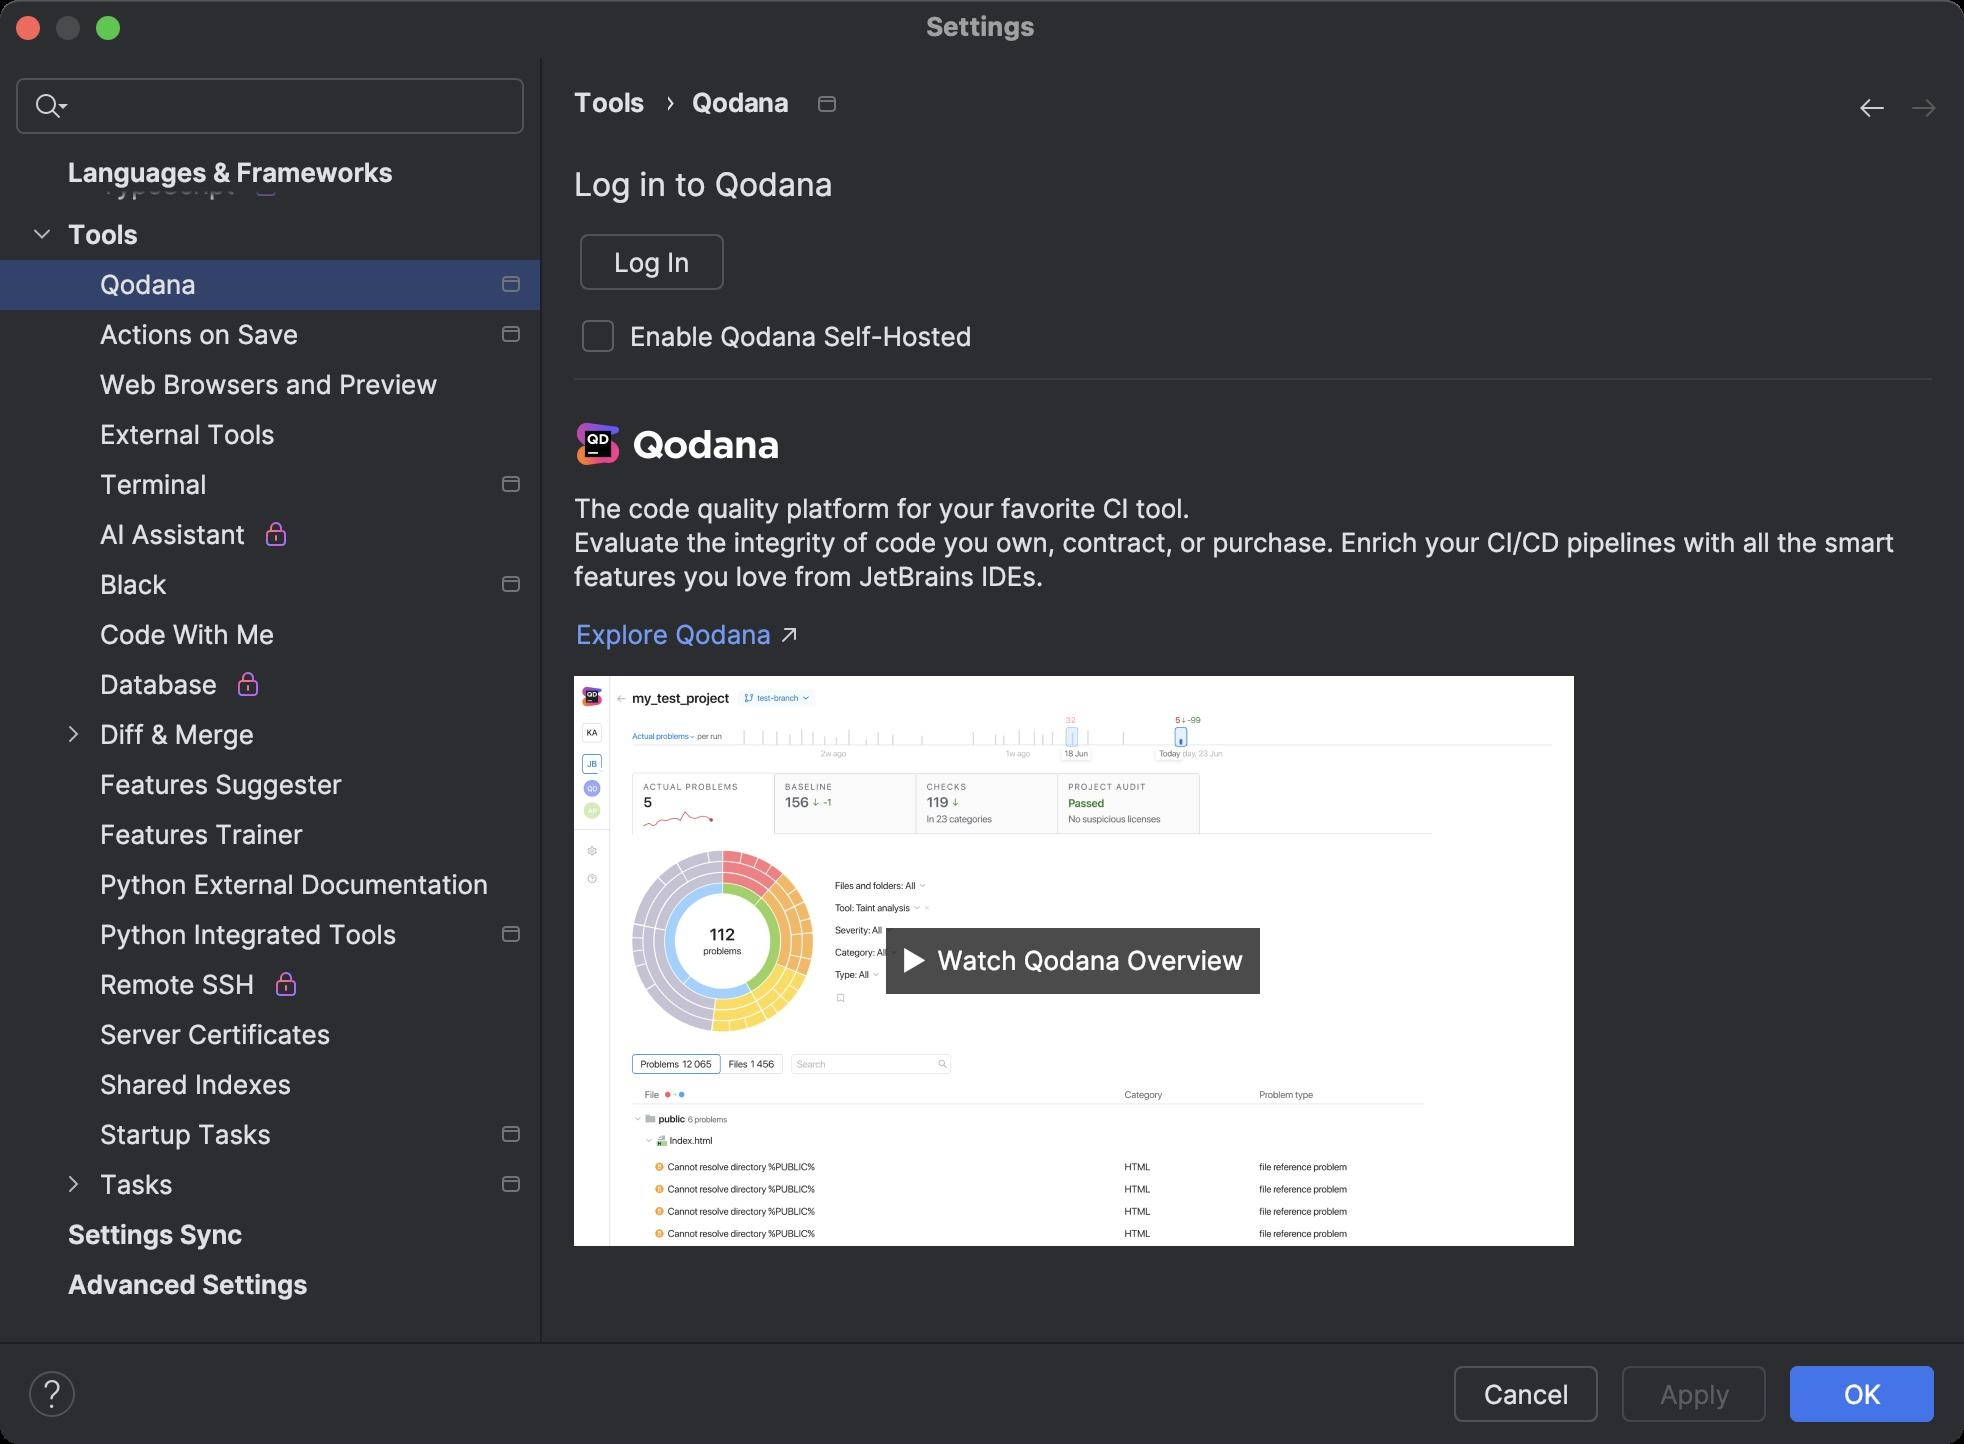
Accessibility tree:
{"name": "Settings", "role": "AXWindow", "description": null, "role_description": "standard window", "value": null, "position": "391.00;244.00", "size": "982;722", "children": [{"name": null, "role": "AXTextField", "description": "⌘F", "role_description": "text field", "value": "", "position": "5.00;36.00", "size": "260;34", "children": []}, {"name": null, "role": "AXScrollArea", "description": null, "role_description": "scroll area", "value": 0, "position": "0.00;76.00", "size": "270;595", "children": [{"name": null, "role": "AXScrollBar", "description": null, "role_description": "scroll bar", "value": 2571, "position": "256.00;76.00", "size": "14;595", "children": []}, {"name": null, "role": "AXScrollBar", "description": null, "role_description": "scroll bar", "value": 0, "position": "-391.00;-244.00", "size": "0;0", "children": []}, {"name": null, "role": "AXOutline", "description": "Settings categories", "role_description": "outline", "value": 0, "position": "0.00;-2495.00", "size": "270;3174", "children": [{"name": null, "role": "AXRow", "description": "Appearance & Behavior", "role_description": "row", "value": 0, "position": "3.00;-2495.00", "size": "267;25", "children": [{"name": null, "role": "AXStaticText", "description": "Appearance & Behavior", "role_description": "text", "value": "Appearance & Behavior", "position": "-391.00;-244.00", "size": "227;21", "children": []}, {"name": null, "role": "AXImage", "description": "", "role_description": "image", "value": null, "position": "-391.00;-244.00", "size": "16;21", "children": []}, {"name": null, "role": "AXImage", "description": "", "role_description": "image", "value": null, "position": "-391.00;-244.00", "size": "9;21", "children": []}]}, {"name": null, "role": "AXRow", "description": "Keymap", "role_description": "row", "value": 0, "position": "3.00;-2470.00", "size": "267;25", "children": [{"name": null, "role": "AXStaticText", "description": "Keymap", "role_description": "text", "value": "Keymap", "position": "-391.00;-244.00", "size": "227;21", "children": []}, {"name": null, "role": "AXImage", "description": "", "role_description": "image", "value": null, "position": "-391.00;-244.00", "size": "16;21", "children": []}, {"name": null, "role": "AXImage", "description": "", "role_description": "image", "value": null, "position": "-391.00;-244.00", "size": "9;21", "children": []}]}, {"name": null, "role": "AXRow", "description": "Editor", "role_description": "row", "value": 0, "position": "3.00;-2445.00", "size": "267;25", "children": [{"name": null, "role": "AXStaticText", "description": "Editor", "role_description": "text", "value": "Editor", "position": "-391.00;-244.00", "size": "227;21", "children": []}, {"name": null, "role": "AXImage", "description": "", "role_description": "image", "value": null, "position": "-391.00;-244.00", "size": "16;21", "children": []}, {"name": null, "role": "AXImage", "description": "", "role_description": "image", "value": null, "position": "-391.00;-244.00", "size": "9;21", "children": []}]}, {"name": null, "role": "AXRow", "description": "General", "role_description": "row", "value": 0, "position": "19.00;-2420.00", "size": "251;25", "children": [{"name": null, "role": "AXStaticText", "description": "General", "role_description": "text", "value": "General", "position": "-391.00;-244.00", "size": "227;21", "children": []}, {"name": null, "role": "AXImage", "description": "", "role_description": "image", "value": null, "position": "-391.00;-244.00", "size": "16;21", "children": []}, {"name": null, "role": "AXImage", "description": "", "role_description": "image", "value": null, "position": "-391.00;-244.00", "size": "9;21", "children": []}]}, {"name": null, "role": "AXRow", "description": "Code Editing", "role_description": "row", "value": 0, "position": "19.00;-2395.00", "size": "251;25", "children": [{"name": null, "role": "AXStaticText", "description": "Code Editing", "role_description": "text", "value": "Code Editing", "position": "-391.00;-244.00", "size": "227;21", "children": []}, {"name": null, "role": "AXImage", "description": "", "role_description": "image", "value": null, "position": "-391.00;-244.00", "size": "16;21", "children": []}, {"name": null, "role": "AXImage", "description": "", "role_description": "image", "value": null, "position": "-391.00;-244.00", "size": "9;21", "children": []}]}, {"name": null, "role": "AXRow", "description": "Font", "role_description": "row", "value": 0, "position": "19.00;-2370.00", "size": "251;25", "children": [{"name": null, "role": "AXStaticText", "description": "Font", "role_description": "text", "value": "Font", "position": "-391.00;-244.00", "size": "227;21", "children": []}, {"name": null, "role": "AXImage", "description": "", "role_description": "image", "value": null, "position": "-391.00;-244.00", "size": "16;21", "children": []}, {"name": null, "role": "AXImage", "description": "", "role_description": "image", "value": null, "position": "-391.00;-244.00", "size": "9;21", "children": []}]}, {"name": null, "role": "AXRow", "description": "Color Scheme", "role_description": "row", "value": 0, "position": "19.00;-2345.00", "size": "251;25", "children": [{"name": null, "role": "AXStaticText", "description": "Color Scheme", "role_description": "text", "value": "Color Scheme", "position": "-391.00;-244.00", "size": "227;21", "children": []}, {"name": null, "role": "AXImage", "description": "", "role_description": "image", "value": null, "position": "-391.00;-244.00", "size": "16;21", "children": []}, {"name": null, "role": "AXImage", "description": "", "role_description": "image", "value": null, "position": "-391.00;-244.00", "size": "9;21", "children": []}]}, {"name": null, "role": "AXRow", "description": "General", "role_description": "row", "value": 0, "position": "35.00;-2320.00", "size": "235;25", "children": [{"name": null, "role": "AXStaticText", "description": "General", "role_description": "text", "value": "General", "position": "-391.00;-244.00", "size": "227;21", "children": []}, {"name": null, "role": "AXImage", "description": "", "role_description": "image", "value": null, "position": "-391.00;-244.00", "size": "16;21", "children": []}, {"name": null, "role": "AXImage", "description": "", "role_description": "image", "value": null, "position": "-391.00;-244.00", "size": "9;21", "children": []}]}, {"name": null, "role": "AXRow", "description": "Language Defaults", "role_description": "row", "value": 0, "position": "35.00;-2295.00", "size": "235;25", "children": [{"name": null, "role": "AXStaticText", "description": "Language Defaults", "role_description": "text", "value": "Language Defaults", "position": "-391.00;-244.00", "size": "227;21", "children": []}, {"name": null, "role": "AXImage", "description": "", "role_description": "image", "value": null, "position": "-391.00;-244.00", "size": "16;21", "children": []}, {"name": null, "role": "AXImage", "description": "", "role_description": "image", "value": null, "position": "-391.00;-244.00", "size": "9;21", "children": []}]}, {"name": null, "role": "AXRow", "description": "Color Scheme Font", "role_description": "row", "value": 0, "position": "35.00;-2270.00", "size": "235;25", "children": [{"name": null, "role": "AXStaticText", "description": "Color Scheme Font", "role_description": "text", "value": "Color Scheme Font", "position": "-391.00;-244.00", "size": "227;21", "children": []}, {"name": null, "role": "AXImage", "description": "", "role_description": "image", "value": null, "position": "-391.00;-244.00", "size": "16;21", "children": []}, {"name": null, "role": "AXImage", "description": "", "role_description": "image", "value": null, "position": "-391.00;-244.00", "size": "9;21", "children": []}]}, {"name": null, "role": "AXRow", "description": "Console Font", "role_description": "row", "value": 0, "position": "35.00;-2245.00", "size": "235;25", "children": [{"name": null, "role": "AXStaticText", "description": "Console Font", "role_description": "text", "value": "Console Font", "position": "-391.00;-244.00", "size": "227;21", "children": []}, {"name": null, "role": "AXImage", "description": "", "role_description": "image", "value": null, "position": "-391.00;-244.00", "size": "16;21", "children": []}, {"name": null, "role": "AXImage", "description": "", "role_description": "image", "value": null, "position": "-391.00;-244.00", "size": "9;21", "children": []}]}, {"name": null, "role": "AXRow", "description": "Code With Me", "role_description": "row", "value": 0, "position": "35.00;-2220.00", "size": "235;25", "children": [{"name": null, "role": "AXStaticText", "description": "Code With Me", "role_description": "text", "value": "Code With Me", "position": "-391.00;-244.00", "size": "227;21", "children": []}, {"name": null, "role": "AXImage", "description": "", "role_description": "image", "value": null, "position": "-391.00;-244.00", "size": "16;21", "children": []}, {"name": null, "role": "AXImage", "description": "", "role_description": "image", "value": null, "position": "-391.00;-244.00", "size": "9;21", "children": []}]}, {"name": null, "role": "AXRow", "description": "Console Colors", "role_description": "row", "value": 0, "position": "35.00;-2195.00", "size": "235;25", "children": [{"name": null, "role": "AXStaticText", "description": "Console Colors", "role_description": "text", "value": "Console Colors", "position": "-391.00;-244.00", "size": "227;21", "children": []}, {"name": null, "role": "AXImage", "description": "", "role_description": "image", "value": null, "position": "-391.00;-244.00", "size": "16;21", "children": []}, {"name": null, "role": "AXImage", "description": "", "role_description": "image", "value": null, "position": "-391.00;-244.00", "size": "9;21", "children": []}]}, {"name": null, "role": "AXRow", "description": "Debugger", "role_description": "row", "value": 0, "position": "35.00;-2170.00", "size": "235;25", "children": [{"name": null, "role": "AXStaticText", "description": "Debugger", "role_description": "text", "value": "Debugger", "position": "-391.00;-244.00", "size": "227;21", "children": []}, {"name": null, "role": "AXImage", "description": "", "role_description": "image", "value": null, "position": "-391.00;-244.00", "size": "16;21", "children": []}, {"name": null, "role": "AXImage", "description": "", "role_description": "image", "value": null, "position": "-391.00;-244.00", "size": "9;21", "children": []}]}, {"name": null, "role": "AXRow", "description": "Diff & Merge", "role_description": "row", "value": 0, "position": "35.00;-2145.00", "size": "235;25", "children": [{"name": null, "role": "AXStaticText", "description": "Diff & Merge", "role_description": "text", "value": "Diff & Merge", "position": "-391.00;-244.00", "size": "227;21", "children": []}, {"name": null, "role": "AXImage", "description": "", "role_description": "image", "value": null, "position": "-391.00;-244.00", "size": "16;21", "children": []}, {"name": null, "role": "AXImage", "description": "", "role_description": "image", "value": null, "position": "-391.00;-244.00", "size": "9;21", "children": []}]}, {"name": null, "role": "AXRow", "description": "User-Defined File Types", "role_description": "row", "value": 0, "position": "35.00;-2120.00", "size": "235;25", "children": [{"name": null, "role": "AXStaticText", "description": "User-Defined File Types", "role_description": "text", "value": "User-Defined File Types", "position": "-391.00;-244.00", "size": "227;21", "children": []}, {"name": null, "role": "AXImage", "description": "", "role_description": "image", "value": null, "position": "-391.00;-244.00", "size": "16;21", "children": []}, {"name": null, "role": "AXImage", "description": "", "role_description": "image", "value": null, "position": "-391.00;-244.00", "size": "9;21", "children": []}]}, {"name": null, "role": "AXRow", "description": "VCS", "role_description": "row", "value": 0, "position": "35.00;-2095.00", "size": "235;25", "children": [{"name": null, "role": "AXStaticText", "description": "VCS", "role_description": "text", "value": "VCS", "position": "-391.00;-244.00", "size": "227;21", "children": []}, {"name": null, "role": "AXImage", "description": "", "role_description": "image", "value": null, "position": "-391.00;-244.00", "size": "16;21", "children": []}, {"name": null, "role": "AXImage", "description": "", "role_description": "image", "value": null, "position": "-391.00;-244.00", "size": "9;21", "children": []}]}, {"name": null, "role": "AXRow", "description": "Python", "role_description": "row", "value": 0, "position": "35.00;-2070.00", "size": "235;25", "children": [{"name": null, "role": "AXStaticText", "description": "Python", "role_description": "text", "value": "Python", "position": "-391.00;-244.00", "size": "227;21", "children": []}, {"name": null, "role": "AXImage", "description": "", "role_description": "image", "value": null, "position": "-391.00;-244.00", "size": "16;21", "children": []}, {"name": null, "role": "AXImage", "description": "", "role_description": "image", "value": null, "position": "-391.00;-244.00", "size": "9;21", "children": []}]}, {"name": null, "role": "AXRow", "description": "EditorConfig", "role_description": "row", "value": 0, "position": "35.00;-2045.00", "size": "235;25", "children": [{"name": null, "role": "AXStaticText", "description": "EditorConfig", "role_description": "text", "value": "EditorConfig", "position": "-391.00;-244.00", "size": "227;21", "children": []}, {"name": null, "role": "AXImage", "description": "", "role_description": "image", "value": null, "position": "-391.00;-244.00", "size": "16;21", "children": []}, {"name": null, "role": "AXImage", "description": "", "role_description": "image", "value": null, "position": "-391.00;-244.00", "size": "9;21", "children": []}]}, {"name": null, "role": "AXRow", "description": "HTML", "role_description": "row", "value": 0, "position": "35.00;-2020.00", "size": "235;25", "children": [{"name": null, "role": "AXStaticText", "description": "HTML", "role_description": "text", "value": "HTML", "position": "-391.00;-244.00", "size": "227;21", "children": []}, {"name": null, "role": "AXImage", "description": "", "role_description": "image", "value": null, "position": "-391.00;-244.00", "size": "16;21", "children": []}, {"name": null, "role": "AXImage", "description": "", "role_description": "image", "value": null, "position": "-391.00;-244.00", "size": "9;21", "children": []}]}, {"name": null, "role": "AXRow", "description": "JSON", "role_description": "row", "value": 0, "position": "35.00;-1995.00", "size": "235;25", "children": [{"name": null, "role": "AXStaticText", "description": "JSON", "role_description": "text", "value": "JSON", "position": "-391.00;-244.00", "size": "227;21", "children": []}, {"name": null, "role": "AXImage", "description": "", "role_description": "image", "value": null, "position": "-391.00;-244.00", "size": "16;21", "children": []}, {"name": null, "role": "AXImage", "description": "", "role_description": "image", "value": null, "position": "-391.00;-244.00", "size": "9;21", "children": []}]}, {"name": null, "role": "AXRow", "description": "Markdown", "role_description": "row", "value": 0, "position": "35.00;-1970.00", "size": "235;25", "children": [{"name": null, "role": "AXStaticText", "description": "Markdown", "role_description": "text", "value": "Markdown", "position": "-391.00;-244.00", "size": "227;21", "children": []}, {"name": null, "role": "AXImage", "description": "", "role_description": "image", "value": null, "position": "-391.00;-244.00", "size": "16;21", "children": []}, {"name": null, "role": "AXImage", "description": "", "role_description": "image", "value": null, "position": "-391.00;-244.00", "size": "9;21", "children": []}]}, {"name": null, "role": "AXRow", "description": "Properties", "role_description": "row", "value": 0, "position": "35.00;-1945.00", "size": "235;25", "children": [{"name": null, "role": "AXStaticText", "description": "Properties", "role_description": "text", "value": "Properties", "position": "-391.00;-244.00", "size": "227;21", "children": []}, {"name": null, "role": "AXImage", "description": "", "role_description": "image", "value": null, "position": "-391.00;-244.00", "size": "16;21", "children": []}, {"name": null, "role": "AXImage", "description": "", "role_description": "image", "value": null, "position": "-391.00;-244.00", "size": "9;21", "children": []}]}, {"name": null, "role": "AXRow", "description": "RegExp", "role_description": "row", "value": 0, "position": "35.00;-1920.00", "size": "235;25", "children": [{"name": null, "role": "AXStaticText", "description": "RegExp", "role_description": "text", "value": "RegExp", "position": "-391.00;-244.00", "size": "227;21", "children": []}, {"name": null, "role": "AXImage", "description": "", "role_description": "image", "value": null, "position": "-391.00;-244.00", "size": "16;21", "children": []}, {"name": null, "role": "AXImage", "description": "", "role_description": "image", "value": null, "position": "-391.00;-244.00", "size": "9;21", "children": []}]}, {"name": null, "role": "AXRow", "description": "reStructuredText", "role_description": "row", "value": 0, "position": "35.00;-1895.00", "size": "235;25", "children": [{"name": null, "role": "AXStaticText", "description": "reStructuredText", "role_description": "text", "value": "reStructuredText", "position": "-391.00;-244.00", "size": "227;21", "children": []}, {"name": null, "role": "AXImage", "description": "", "role_description": "image", "value": null, "position": "-391.00;-244.00", "size": "16;21", "children": []}, {"name": null, "role": "AXImage", "description": "", "role_description": "image", "value": null, "position": "-391.00;-244.00", "size": "9;21", "children": []}]}, {"name": null, "role": "AXRow", "description": "Shell Script", "role_description": "row", "value": 0, "position": "35.00;-1870.00", "size": "235;25", "children": [{"name": null, "role": "AXStaticText", "description": "Shell Script", "role_description": "text", "value": "Shell Script", "position": "-391.00;-244.00", "size": "227;21", "children": []}, {"name": null, "role": "AXImage", "description": "", "role_description": "image", "value": null, "position": "-391.00;-244.00", "size": "16;21", "children": []}, {"name": null, "role": "AXImage", "description": "", "role_description": "image", "value": null, "position": "-391.00;-244.00", "size": "9;21", "children": []}]}, {"name": null, "role": "AXRow", "description": "TOML", "role_description": "row", "value": 0, "position": "35.00;-1845.00", "size": "235;25", "children": [{"name": null, "role": "AXStaticText", "description": "TOML", "role_description": "text", "value": "TOML", "position": "-391.00;-244.00", "size": "227;21", "children": []}, {"name": null, "role": "AXImage", "description": "", "role_description": "image", "value": null, "position": "-391.00;-244.00", "size": "16;21", "children": []}, {"name": null, "role": "AXImage", "description": "", "role_description": "image", "value": null, "position": "-391.00;-244.00", "size": "9;21", "children": []}]}, {"name": null, "role": "AXRow", "description": "XML", "role_description": "row", "value": 0, "position": "35.00;-1820.00", "size": "235;25", "children": [{"name": null, "role": "AXStaticText", "description": "XML", "role_description": "text", "value": "XML", "position": "-391.00;-244.00", "size": "227;21", "children": []}, {"name": null, "role": "AXImage", "description": "", "role_description": "image", "value": null, "position": "-391.00;-244.00", "size": "16;21", "children": []}, {"name": null, "role": "AXImage", "description": "", "role_description": "image", "value": null, "position": "-391.00;-244.00", "size": "9;21", "children": []}]}, {"name": null, "role": "AXRow", "description": "YAML", "role_description": "row", "value": 0, "position": "35.00;-1795.00", "size": "235;25", "children": [{"name": null, "role": "AXStaticText", "description": "YAML", "role_description": "text", "value": "YAML", "position": "-391.00;-244.00", "size": "227;21", "children": []}, {"name": null, "role": "AXImage", "description": "", "role_description": "image", "value": null, "position": "-391.00;-244.00", "size": "16;21", "children": []}, {"name": null, "role": "AXImage", "description": "", "role_description": "image", "value": null, "position": "-391.00;-244.00", "size": "9;21", "children": []}]}, {"name": null, "role": "AXRow", "description": "By Scope", "role_description": "row", "value": 0, "position": "35.00;-1770.00", "size": "235;25", "children": [{"name": null, "role": "AXStaticText", "description": "By Scope", "role_description": "text", "value": "By Scope", "position": "-391.00;-244.00", "size": "227;21", "children": []}, {"name": null, "role": "AXImage", "description": "", "role_description": "image", "value": null, "position": "-391.00;-244.00", "size": "16;21", "children": []}, {"name": null, "role": "AXImage", "description": "", "role_description": "image", "value": null, "position": "-391.00;-244.00", "size": "9;21", "children": []}]}, {"name": null, "role": "AXRow", "description": "Images", "role_description": "row", "value": 0, "position": "35.00;-1745.00", "size": "235;25", "children": [{"name": null, "role": "AXStaticText", "description": "Images", "role_description": "text", "value": "Images", "position": "-391.00;-244.00", "size": "227;21", "children": []}, {"name": null, "role": "AXImage", "description": "", "role_description": "image", "value": null, "position": "-391.00;-244.00", "size": "16;21", "children": []}, {"name": null, "role": "AXImage", "description": "", "role_description": "image", "value": null, "position": "-391.00;-244.00", "size": "9;21", "children": []}]}, {"name": null, "role": "AXRow", "description": "Code Style", "role_description": "row", "value": 0, "position": "19.00;-1720.00", "size": "251;25", "children": [{"name": null, "role": "AXStaticText", "description": "Code Style", "role_description": "text", "value": "Code Style", "position": "-391.00;-244.00", "size": "227;21", "children": []}, {"name": null, "role": "AXImage", "description": "", "role_description": "image", "value": null, "position": "-391.00;-244.00", "size": "16;21", "children": []}, {"name": null, "role": "AXImage", "description": "", "role_description": "image", "value": null, "position": "-391.00;-244.00", "size": "9;21", "children": []}]}, {"name": null, "role": "AXRow", "description": "Python", "role_description": "row", "value": 0, "position": "35.00;-1695.00", "size": "235;25", "children": [{"name": null, "role": "AXStaticText", "description": "Python", "role_description": "text", "value": "Python", "position": "-391.00;-244.00", "size": "227;21", "children": []}, {"name": null, "role": "AXImage", "description": "", "role_description": "image", "value": null, "position": "-391.00;-244.00", "size": "16;21", "children": []}, {"name": null, "role": "AXImage", "description": "", "role_description": "image", "value": null, "position": "-391.00;-244.00", "size": "9;21", "children": []}]}, {"name": null, "role": "AXRow", "description": "EditorConfig", "role_description": "row", "value": 0, "position": "35.00;-1670.00", "size": "235;25", "children": [{"name": null, "role": "AXStaticText", "description": "EditorConfig", "role_description": "text", "value": "EditorConfig", "position": "-391.00;-244.00", "size": "227;21", "children": []}, {"name": null, "role": "AXImage", "description": "", "role_description": "image", "value": null, "position": "-391.00;-244.00", "size": "16;21", "children": []}, {"name": null, "role": "AXImage", "description": "", "role_description": "image", "value": null, "position": "-391.00;-244.00", "size": "9;21", "children": []}]}, {"name": null, "role": "AXRow", "description": "HTML", "role_description": "row", "value": 0, "position": "35.00;-1645.00", "size": "235;25", "children": [{"name": null, "role": "AXStaticText", "description": "HTML", "role_description": "text", "value": "HTML", "position": "-391.00;-244.00", "size": "227;21", "children": []}, {"name": null, "role": "AXImage", "description": "", "role_description": "image", "value": null, "position": "-391.00;-244.00", "size": "16;21", "children": []}, {"name": null, "role": "AXImage", "description": "", "role_description": "image", "value": null, "position": "-391.00;-244.00", "size": "9;21", "children": []}]}, {"name": null, "role": "AXRow", "description": "JSON", "role_description": "row", "value": 0, "position": "35.00;-1620.00", "size": "235;25", "children": [{"name": null, "role": "AXStaticText", "description": "JSON", "role_description": "text", "value": "JSON", "position": "-391.00;-244.00", "size": "227;21", "children": []}, {"name": null, "role": "AXImage", "description": "", "role_description": "image", "value": null, "position": "-391.00;-244.00", "size": "16;21", "children": []}, {"name": null, "role": "AXImage", "description": "", "role_description": "image", "value": null, "position": "-391.00;-244.00", "size": "9;21", "children": []}]}, {"name": null, "role": "AXRow", "description": "Markdown", "role_description": "row", "value": 0, "position": "35.00;-1595.00", "size": "235;25", "children": [{"name": null, "role": "AXStaticText", "description": "Markdown", "role_description": "text", "value": "Markdown", "position": "-391.00;-244.00", "size": "227;21", "children": []}, {"name": null, "role": "AXImage", "description": "", "role_description": "image", "value": null, "position": "-391.00;-244.00", "size": "16;21", "children": []}, {"name": null, "role": "AXImage", "description": "", "role_description": "image", "value": null, "position": "-391.00;-244.00", "size": "9;21", "children": []}]}, {"name": null, "role": "AXRow", "description": "Properties", "role_description": "row", "value": 0, "position": "35.00;-1570.00", "size": "235;25", "children": [{"name": null, "role": "AXStaticText", "description": "Properties", "role_description": "text", "value": "Properties", "position": "-391.00;-244.00", "size": "227;21", "children": []}, {"name": null, "role": "AXImage", "description": "", "role_description": "image", "value": null, "position": "-391.00;-244.00", "size": "16;21", "children": []}, {"name": null, "role": "AXImage", "description": "", "role_description": "image", "value": null, "position": "-391.00;-244.00", "size": "9;21", "children": []}]}, {"name": null, "role": "AXRow", "description": "Shell Script", "role_description": "row", "value": 0, "position": "35.00;-1545.00", "size": "235;25", "children": [{"name": null, "role": "AXStaticText", "description": "Shell Script", "role_description": "text", "value": "Shell Script", "position": "-391.00;-244.00", "size": "227;21", "children": []}, {"name": null, "role": "AXImage", "description": "", "role_description": "image", "value": null, "position": "-391.00;-244.00", "size": "16;21", "children": []}, {"name": null, "role": "AXImage", "description": "", "role_description": "image", "value": null, "position": "-391.00;-244.00", "size": "9;21", "children": []}]}, {"name": null, "role": "AXRow", "description": "TOML", "role_description": "row", "value": 0, "position": "35.00;-1520.00", "size": "235;25", "children": [{"name": null, "role": "AXStaticText", "description": "TOML", "role_description": "text", "value": "TOML", "position": "-391.00;-244.00", "size": "227;21", "children": []}, {"name": null, "role": "AXImage", "description": "", "role_description": "image", "value": null, "position": "-391.00;-244.00", "size": "16;21", "children": []}, {"name": null, "role": "AXImage", "description": "", "role_description": "image", "value": null, "position": "-391.00;-244.00", "size": "9;21", "children": []}]}, {"name": null, "role": "AXRow", "description": "XML", "role_description": "row", "value": 0, "position": "35.00;-1495.00", "size": "235;25", "children": [{"name": null, "role": "AXStaticText", "description": "XML", "role_description": "text", "value": "XML", "position": "-391.00;-244.00", "size": "227;21", "children": []}, {"name": null, "role": "AXImage", "description": "", "role_description": "image", "value": null, "position": "-391.00;-244.00", "size": "16;21", "children": []}, {"name": null, "role": "AXImage", "description": "", "role_description": "image", "value": null, "position": "-391.00;-244.00", "size": "9;21", "children": []}]}, {"name": null, "role": "AXRow", "description": "YAML", "role_description": "row", "value": 0, "position": "35.00;-1470.00", "size": "235;25", "children": [{"name": null, "role": "AXStaticText", "description": "YAML", "role_description": "text", "value": "YAML", "position": "-391.00;-244.00", "size": "227;21", "children": []}, {"name": null, "role": "AXImage", "description": "", "role_description": "image", "value": null, "position": "-391.00;-244.00", "size": "16;21", "children": []}, {"name": null, "role": "AXImage", "description": "", "role_description": "image", "value": null, "position": "-391.00;-244.00", "size": "9;21", "children": []}]}, {"name": null, "role": "AXRow", "description": "Other File Types", "role_description": "row", "value": 0, "position": "35.00;-1445.00", "size": "235;25", "children": [{"name": null, "role": "AXStaticText", "description": "Other File Types", "role_description": "text", "value": "Other File Types", "position": "-391.00;-244.00", "size": "227;21", "children": []}, {"name": null, "role": "AXImage", "description": "", "role_description": "image", "value": null, "position": "-391.00;-244.00", "size": "16;21", "children": []}, {"name": null, "role": "AXImage", "description": "", "role_description": "image", "value": null, "position": "-391.00;-244.00", "size": "9;21", "children": []}]}, {"name": null, "role": "AXRow", "description": "Inspections", "role_description": "row", "value": 0, "position": "19.00;-1420.00", "size": "251;25", "children": [{"name": null, "role": "AXStaticText", "description": "Inspections", "role_description": "text", "value": "Inspections", "position": "-391.00;-244.00", "size": "227;21", "children": []}, {"name": null, "role": "AXImage", "description": "", "role_description": "image", "value": null, "position": "-391.00;-244.00", "size": "16;21", "children": []}, {"name": null, "role": "AXImage", "description": "", "role_description": "image", "value": null, "position": "-391.00;-244.00", "size": "9;21", "children": []}]}, {"name": null, "role": "AXRow", "description": "File and Code Templates", "role_description": "row", "value": 0, "position": "19.00;-1395.00", "size": "251;25", "children": [{"name": null, "role": "AXStaticText", "description": "File and Code Templates", "role_description": "text", "value": "File and Code Templates", "position": "-391.00;-244.00", "size": "227;21", "children": []}, {"name": null, "role": "AXImage", "description": "", "role_description": "image", "value": null, "position": "-391.00;-244.00", "size": "16;21", "children": []}, {"name": null, "role": "AXImage", "description": "", "role_description": "image", "value": null, "position": "-391.00;-244.00", "size": "9;21", "children": []}]}, {"name": null, "role": "AXRow", "description": "File Encodings", "role_description": "row", "value": 0, "position": "19.00;-1370.00", "size": "251;25", "children": [{"name": null, "role": "AXStaticText", "description": "File Encodings", "role_description": "text", "value": "File Encodings", "position": "-391.00;-244.00", "size": "227;21", "children": []}, {"name": null, "role": "AXImage", "description": "", "role_description": "image", "value": null, "position": "-391.00;-244.00", "size": "16;21", "children": []}, {"name": null, "role": "AXImage", "description": "", "role_description": "image", "value": null, "position": "-391.00;-244.00", "size": "9;21", "children": []}]}, {"name": null, "role": "AXRow", "description": "Live Templates", "role_description": "row", "value": 0, "position": "19.00;-1345.00", "size": "251;25", "children": [{"name": null, "role": "AXStaticText", "description": "Live Templates", "role_description": "text", "value": "Live Templates", "position": "-391.00;-244.00", "size": "227;21", "children": []}, {"name": null, "role": "AXImage", "description": "", "role_description": "image", "value": null, "position": "-391.00;-244.00", "size": "16;21", "children": []}, {"name": null, "role": "AXImage", "description": "", "role_description": "image", "value": null, "position": "-391.00;-244.00", "size": "9;21", "children": []}]}, {"name": null, "role": "AXRow", "description": "File Types", "role_description": "row", "value": 0, "position": "19.00;-1320.00", "size": "251;25", "children": [{"name": null, "role": "AXStaticText", "description": "File Types", "role_description": "text", "value": "File Types", "position": "-391.00;-244.00", "size": "227;21", "children": []}, {"name": null, "role": "AXImage", "description": "", "role_description": "image", "value": null, "position": "-391.00;-244.00", "size": "16;21", "children": []}, {"name": null, "role": "AXImage", "description": "", "role_description": "image", "value": null, "position": "-391.00;-244.00", "size": "9;21", "children": []}]}, {"name": null, "role": "AXRow", "description": "Copyright", "role_description": "row", "value": 0, "position": "19.00;-1295.00", "size": "251;25", "children": [{"name": null, "role": "AXStaticText", "description": "Copyright", "role_description": "text", "value": "Copyright", "position": "-391.00;-244.00", "size": "227;21", "children": []}, {"name": null, "role": "AXImage", "description": "", "role_description": "image", "value": null, "position": "-391.00;-244.00", "size": "16;21", "children": []}, {"name": null, "role": "AXImage", "description": "", "role_description": "image", "value": null, "position": "-391.00;-244.00", "size": "9;21", "children": []}]}, {"name": null, "role": "AXRow", "description": "Copyright Profiles", "role_description": "row", "value": 0, "position": "35.00;-1270.00", "size": "235;25", "children": [{"name": null, "role": "AXStaticText", "description": "Copyright Profiles", "role_description": "text", "value": "Copyright Profiles", "position": "-391.00;-244.00", "size": "227;21", "children": []}, {"name": null, "role": "AXImage", "description": "", "role_description": "image", "value": null, "position": "-391.00;-244.00", "size": "16;21", "children": []}, {"name": null, "role": "AXImage", "description": "", "role_description": "image", "value": null, "position": "-391.00;-244.00", "size": "9;21", "children": []}]}, {"name": null, "role": "AXRow", "description": "Formatting", "role_description": "row", "value": 0, "position": "35.00;-1245.00", "size": "235;25", "children": [{"name": null, "role": "AXStaticText", "description": "Formatting", "role_description": "text", "value": "Formatting", "position": "-391.00;-244.00", "size": "227;21", "children": []}, {"name": null, "role": "AXImage", "description": "", "role_description": "image", "value": null, "position": "-391.00;-244.00", "size": "16;21", "children": []}, {"name": null, "role": "AXImage", "description": "", "role_description": "image", "value": null, "position": "-391.00;-244.00", "size": "9;21", "children": []}]}, {"name": null, "role": "AXRow", "description": "Inlay Hints", "role_description": "row", "value": 0, "position": "19.00;-1220.00", "size": "251;25", "children": [{"name": null, "role": "AXStaticText", "description": "Inlay Hints", "role_description": "text", "value": "Inlay Hints", "position": "-391.00;-244.00", "size": "227;21", "children": []}, {"name": null, "role": "AXImage", "description": "", "role_description": "image", "value": null, "position": "-391.00;-244.00", "size": "16;21", "children": []}, {"name": null, "role": "AXImage", "description": "", "role_description": "image", "value": null, "position": "-391.00;-244.00", "size": "9;21", "children": []}]}, {"name": null, "role": "AXRow", "description": "Emmet", "role_description": "row", "value": 0, "position": "19.00;-1195.00", "size": "251;25", "children": [{"name": null, "role": "AXStaticText", "description": "Emmet", "role_description": "text", "value": "Emmet", "position": "-391.00;-244.00", "size": "227;21", "children": []}, {"name": null, "role": "AXImage", "description": "", "role_description": "image", "value": null, "position": "-391.00;-244.00", "size": "16;21", "children": []}, {"name": null, "role": "AXImage", "description": "", "role_description": "image", "value": null, "position": "-391.00;-244.00", "size": "9;21", "children": []}]}, {"name": null, "role": "AXRow", "description": "Intentions", "role_description": "row", "value": 0, "position": "19.00;-1170.00", "size": "251;25", "children": [{"name": null, "role": "AXStaticText", "description": "Intentions", "role_description": "text", "value": "Intentions", "position": "-391.00;-244.00", "size": "227;21", "children": []}, {"name": null, "role": "AXImage", "description": "", "role_description": "image", "value": null, "position": "-391.00;-244.00", "size": "16;21", "children": []}, {"name": null, "role": "AXImage", "description": "", "role_description": "image", "value": null, "position": "-391.00;-244.00", "size": "9;21", "children": []}]}, {"name": null, "role": "AXRow", "description": "Language Injections", "role_description": "row", "value": 0, "position": "19.00;-1145.00", "size": "251;25", "children": [{"name": null, "role": "AXStaticText", "description": "Language Injections", "role_description": "text", "value": "Language Injections", "position": "-391.00;-244.00", "size": "227;21", "children": []}, {"name": null, "role": "AXImage", "description": "", "role_description": "image", "value": null, "position": "-391.00;-244.00", "size": "16;21", "children": []}, {"name": null, "role": "AXImage", "description": "", "role_description": "image", "value": null, "position": "-391.00;-244.00", "size": "9;21", "children": []}]}, {"name": null, "role": "AXRow", "description": "Natural Languages", "role_description": "row", "value": 0, "position": "19.00;-1120.00", "size": "251;25", "children": [{"name": null, "role": "AXStaticText", "description": "Natural Languages", "role_description": "text", "value": "Natural Languages", "position": "-391.00;-244.00", "size": "227;21", "children": []}, {"name": null, "role": "AXImage", "description": "", "role_description": "image", "value": null, "position": "-391.00;-244.00", "size": "16;21", "children": []}, {"name": null, "role": "AXImage", "description": "", "role_description": "image", "value": null, "position": "-391.00;-244.00", "size": "9;21", "children": []}]}, {"name": null, "role": "AXRow", "description": "Grammar and Style", "role_description": "row", "value": 0, "position": "35.00;-1095.00", "size": "235;25", "children": [{"name": null, "role": "AXStaticText", "description": "Grammar and Style", "role_description": "text", "value": "Grammar and Style", "position": "-391.00;-244.00", "size": "227;21", "children": []}, {"name": null, "role": "AXImage", "description": "", "role_description": "image", "value": null, "position": "-391.00;-244.00", "size": "16;21", "children": []}, {"name": null, "role": "AXImage", "description": "", "role_description": "image", "value": null, "position": "-391.00;-244.00", "size": "9;21", "children": []}]}, {"name": null, "role": "AXRow", "description": "Spelling", "role_description": "row", "value": 0, "position": "35.00;-1070.00", "size": "235;25", "children": [{"name": null, "role": "AXStaticText", "description": "Spelling", "role_description": "text", "value": "Spelling", "position": "-391.00;-244.00", "size": "227;21", "children": []}, {"name": null, "role": "AXImage", "description": "", "role_description": "image", "value": null, "position": "-391.00;-244.00", "size": "16;21", "children": []}, {"name": null, "role": "AXImage", "description": "", "role_description": "image", "value": null, "position": "-391.00;-244.00", "size": "9;21", "children": []}]}, {"name": null, "role": "AXRow", "description": "Reader Mode", "role_description": "row", "value": 0, "position": "19.00;-1045.00", "size": "251;25", "children": [{"name": null, "role": "AXStaticText", "description": "Reader Mode", "role_description": "text", "value": "Reader Mode", "position": "-391.00;-244.00", "size": "227;21", "children": []}, {"name": null, "role": "AXImage", "description": "", "role_description": "image", "value": null, "position": "-391.00;-244.00", "size": "16;21", "children": []}, {"name": null, "role": "AXImage", "description": "", "role_description": "image", "value": null, "position": "-391.00;-244.00", "size": "9;21", "children": []}]}, {"name": null, "role": "AXRow", "description": "TextMate Bundles", "role_description": "row", "value": 0, "position": "19.00;-1020.00", "size": "251;25", "children": [{"name": null, "role": "AXStaticText", "description": "TextMate Bundles", "role_description": "text", "value": "TextMate Bundles", "position": "-391.00;-244.00", "size": "227;21", "children": []}, {"name": null, "role": "AXImage", "description": "", "role_description": "image", "value": null, "position": "-391.00;-244.00", "size": "16;21", "children": []}, {"name": null, "role": "AXImage", "description": "", "role_description": "image", "value": null, "position": "-391.00;-244.00", "size": "9;21", "children": []}]}, {"name": null, "role": "AXRow", "description": "TODO", "role_description": "row", "value": 0, "position": "19.00;-995.00", "size": "251;25", "children": [{"name": null, "role": "AXStaticText", "description": "TODO", "role_description": "text", "value": "TODO", "position": "-391.00;-244.00", "size": "227;21", "children": []}, {"name": null, "role": "AXImage", "description": "", "role_description": "image", "value": null, "position": "-391.00;-244.00", "size": "16;21", "children": []}, {"name": null, "role": "AXImage", "description": "", "role_description": "image", "value": null, "position": "-391.00;-244.00", "size": "9;21", "children": []}]}, {"name": null, "role": "AXRow", "description": "Plugins", "role_description": "row", "value": 0, "position": "3.00;-970.00", "size": "267;25", "children": [{"name": null, "role": "AXStaticText", "description": "Plugins", "role_description": "text", "value": "Plugins", "position": "-391.00;-244.00", "size": "227;21", "children": []}, {"name": null, "role": "AXImage", "description": "", "role_description": "image", "value": null, "position": "-391.00;-244.00", "size": "16;21", "children": []}, {"name": null, "role": "AXImage", "description": "", "role_description": "image", "value": null, "position": "-391.00;-244.00", "size": "9;21", "children": []}]}, {"name": null, "role": "AXRow", "description": "Version Control", "role_description": "row", "value": 0, "position": "3.00;-945.00", "size": "267;25", "children": [{"name": null, "role": "AXStaticText", "description": "Version Control", "role_description": "text", "value": "Version Control", "position": "-391.00;-244.00", "size": "227;21", "children": []}, {"name": null, "role": "AXImage", "description": "", "role_description": "image", "value": null, "position": "-391.00;-244.00", "size": "16;21", "children": []}, {"name": null, "role": "AXImage", "description": "", "role_description": "image", "value": null, "position": "-391.00;-244.00", "size": "9;21", "children": []}]}, {"name": null, "role": "AXRow", "description": "Changelists", "role_description": "row", "value": 0, "position": "19.00;-920.00", "size": "251;25", "children": [{"name": null, "role": "AXStaticText", "description": "Changelists", "role_description": "text", "value": "Changelists", "position": "-391.00;-244.00", "size": "227;21", "children": []}, {"name": null, "role": "AXImage", "description": "", "role_description": "image", "value": null, "position": "-391.00;-244.00", "size": "16;21", "children": []}, {"name": null, "role": "AXImage", "description": "", "role_description": "image", "value": null, "position": "-391.00;-244.00", "size": "9;21", "children": []}]}, {"name": null, "role": "AXRow", "description": "Commit", "role_description": "row", "value": 0, "position": "19.00;-895.00", "size": "251;25", "children": [{"name": null, "role": "AXStaticText", "description": "Commit", "role_description": "text", "value": "Commit", "position": "-391.00;-244.00", "size": "227;21", "children": []}, {"name": null, "role": "AXImage", "description": "", "role_description": "image", "value": null, "position": "-391.00;-244.00", "size": "16;21", "children": []}, {"name": null, "role": "AXImage", "description": "", "role_description": "image", "value": null, "position": "-391.00;-244.00", "size": "9;21", "children": []}]}, {"name": null, "role": "AXRow", "description": "Confirmation", "role_description": "row", "value": 0, "position": "19.00;-870.00", "size": "251;25", "children": [{"name": null, "role": "AXStaticText", "description": "Confirmation", "role_description": "text", "value": "Confirmation", "position": "-391.00;-244.00", "size": "227;21", "children": []}, {"name": null, "role": "AXImage", "description": "", "role_description": "image", "value": null, "position": "-391.00;-244.00", "size": "16;21", "children": []}, {"name": null, "role": "AXImage", "description": "", "role_description": "image", "value": null, "position": "-391.00;-244.00", "size": "9;21", "children": []}]}, {"name": null, "role": "AXRow", "description": "Directory Mappings", "role_description": "row", "value": 0, "position": "19.00;-845.00", "size": "251;25", "children": [{"name": null, "role": "AXStaticText", "description": "Directory Mappings", "role_description": "text", "value": "Directory Mappings", "position": "-391.00;-244.00", "size": "227;21", "children": []}, {"name": null, "role": "AXImage", "description": "", "role_description": "image", "value": null, "position": "-391.00;-244.00", "size": "16;21", "children": []}, {"name": null, "role": "AXImage", "description": "", "role_description": "image", "value": null, "position": "-391.00;-244.00", "size": "9;21", "children": []}]}, {"name": null, "role": "AXRow", "description": "File Status Colors", "role_description": "row", "value": 0, "position": "19.00;-820.00", "size": "251;25", "children": [{"name": null, "role": "AXStaticText", "description": "File Status Colors", "role_description": "text", "value": "File Status Colors", "position": "-391.00;-244.00", "size": "227;21", "children": []}, {"name": null, "role": "AXImage", "description": "", "role_description": "image", "value": null, "position": "-391.00;-244.00", "size": "16;21", "children": []}, {"name": null, "role": "AXImage", "description": "", "role_description": "image", "value": null, "position": "-391.00;-244.00", "size": "9;21", "children": []}]}, {"name": null, "role": "AXRow", "description": "Issue Navigation", "role_description": "row", "value": 0, "position": "19.00;-795.00", "size": "251;25", "children": [{"name": null, "role": "AXStaticText", "description": "Issue Navigation", "role_description": "text", "value": "Issue Navigation", "position": "-391.00;-244.00", "size": "227;21", "children": []}, {"name": null, "role": "AXImage", "description": "", "role_description": "image", "value": null, "position": "-391.00;-244.00", "size": "16;21", "children": []}, {"name": null, "role": "AXImage", "description": "", "role_description": "image", "value": null, "position": "-391.00;-244.00", "size": "9;21", "children": []}]}, {"name": null, "role": "AXRow", "description": "Shelf", "role_description": "row", "value": 0, "position": "19.00;-770.00", "size": "251;25", "children": [{"name": null, "role": "AXStaticText", "description": "Shelf", "role_description": "text", "value": "Shelf", "position": "-391.00;-244.00", "size": "227;21", "children": []}, {"name": null, "role": "AXImage", "description": "", "role_description": "image", "value": null, "position": "-391.00;-244.00", "size": "16;21", "children": []}, {"name": null, "role": "AXImage", "description": "", "role_description": "image", "value": null, "position": "-391.00;-244.00", "size": "9;21", "children": []}]}, {"name": null, "role": "AXRow", "description": "Git", "role_description": "row", "value": 0, "position": "19.00;-745.00", "size": "251;25", "children": [{"name": null, "role": "AXStaticText", "description": "Git", "role_description": "text", "value": "Git", "position": "-391.00;-244.00", "size": "227;21", "children": []}, {"name": null, "role": "AXImage", "description": "", "role_description": "image", "value": null, "position": "-391.00;-244.00", "size": "16;21", "children": []}, {"name": null, "role": "AXImage", "description": "", "role_description": "image", "value": null, "position": "-391.00;-244.00", "size": "9;21", "children": []}]}, {"name": null, "role": "AXRow", "description": "GitHub", "role_description": "row", "value": 0, "position": "19.00;-720.00", "size": "251;25", "children": [{"name": null, "role": "AXStaticText", "description": "GitHub", "role_description": "text", "value": "GitHub", "position": "-391.00;-244.00", "size": "227;21", "children": []}, {"name": null, "role": "AXImage", "description": "", "role_description": "image", "value": null, "position": "-391.00;-244.00", "size": "16;21", "children": []}, {"name": null, "role": "AXImage", "description": "", "role_description": "image", "value": null, "position": "-391.00;-244.00", "size": "9;21", "children": []}]}, {"name": null, "role": "AXRow", "description": "GitLab", "role_description": "row", "value": 0, "position": "19.00;-695.00", "size": "251;25", "children": [{"name": null, "role": "AXStaticText", "description": "GitLab", "role_description": "text", "value": "GitLab", "position": "-391.00;-244.00", "size": "227;21", "children": []}, {"name": null, "role": "AXImage", "description": "", "role_description": "image", "value": null, "position": "-391.00;-244.00", "size": "16;21", "children": []}, {"name": null, "role": "AXImage", "description": "", "role_description": "image", "value": null, "position": "-391.00;-244.00", "size": "9;21", "children": []}]}, {"name": null, "role": "AXRow", "description": "Mercurial", "role_description": "row", "value": 0, "position": "19.00;-670.00", "size": "251;25", "children": [{"name": null, "role": "AXStaticText", "description": "Mercurial", "role_description": "text", "value": "Mercurial", "position": "-391.00;-244.00", "size": "227;21", "children": []}, {"name": null, "role": "AXImage", "description": "", "role_description": "image", "value": null, "position": "-391.00;-244.00", "size": "16;21", "children": []}, {"name": null, "role": "AXImage", "description": "", "role_description": "image", "value": null, "position": "-391.00;-244.00", "size": "9;21", "children": []}]}, {"name": null, "role": "AXRow", "description": "Subversion", "role_description": "row", "value": 0, "position": "19.00;-645.00", "size": "251;25", "children": [{"name": null, "role": "AXStaticText", "description": "Subversion", "role_description": "text", "value": "Subversion", "position": "-391.00;-244.00", "size": "227;21", "children": []}, {"name": null, "role": "AXImage", "description": "", "role_description": "image", "value": null, "position": "-391.00;-244.00", "size": "16;21", "children": []}, {"name": null, "role": "AXImage", "description": "", "role_description": "image", "value": null, "position": "-391.00;-244.00", "size": "9;21", "children": []}]}, {"name": null, "role": "AXRow", "description": "Presentation", "role_description": "row", "value": 0, "position": "35.00;-620.00", "size": "235;25", "children": [{"name": null, "role": "AXStaticText", "description": "Presentation", "role_description": "text", "value": "Presentation", "position": "-391.00;-244.00", "size": "227;21", "children": []}, {"name": null, "role": "AXImage", "description": "", "role_description": "image", "value": null, "position": "-391.00;-244.00", "size": "16;21", "children": []}, {"name": null, "role": "AXImage", "description": "", "role_description": "image", "value": null, "position": "-391.00;-244.00", "size": "9;21", "children": []}]}, {"name": null, "role": "AXRow", "description": "Network", "role_description": "row", "value": 0, "position": "35.00;-595.00", "size": "235;25", "children": [{"name": null, "role": "AXStaticText", "description": "Network", "role_description": "text", "value": "Network", "position": "-391.00;-244.00", "size": "227;21", "children": []}, {"name": null, "role": "AXImage", "description": "", "role_description": "image", "value": null, "position": "-391.00;-244.00", "size": "16;21", "children": []}, {"name": null, "role": "AXImage", "description": "", "role_description": "image", "value": null, "position": "-391.00;-244.00", "size": "9;21", "children": []}]}, {"name": null, "role": "AXRow", "description": "SSH", "role_description": "row", "value": 0, "position": "35.00;-570.00", "size": "235;25", "children": [{"name": null, "role": "AXStaticText", "description": "SSH", "role_description": "text", "value": "SSH", "position": "-391.00;-244.00", "size": "227;21", "children": []}, {"name": null, "role": "AXImage", "description": "", "role_description": "image", "value": null, "position": "-391.00;-244.00", "size": "16;21", "children": []}, {"name": null, "role": "AXImage", "description": "", "role_description": "image", "value": null, "position": "-391.00;-244.00", "size": "9;21", "children": []}]}, {"name": null, "role": "AXRow", "description": "Project: test", "role_description": "row", "value": 0, "position": "3.00;-545.00", "size": "267;25", "children": [{"name": null, "role": "AXStaticText", "description": "Project: test", "role_description": "text", "value": "Project: test", "position": "-391.00;-244.00", "size": "227;21", "children": []}, {"name": null, "role": "AXImage", "description": "", "role_description": "image", "value": null, "position": "-391.00;-244.00", "size": "16;21", "children": []}, {"name": null, "role": "AXImage", "description": "", "role_description": "image", "value": null, "position": "-391.00;-244.00", "size": "9;21", "children": []}]}, {"name": null, "role": "AXRow", "description": "Python Interpreter", "role_description": "row", "value": 0, "position": "19.00;-520.00", "size": "251;25", "children": [{"name": null, "role": "AXStaticText", "description": "Python Interpreter", "role_description": "text", "value": "Python Interpreter", "position": "-391.00;-244.00", "size": "227;21", "children": []}, {"name": null, "role": "AXImage", "description": "", "role_description": "image", "value": null, "position": "-391.00;-244.00", "size": "16;21", "children": []}, {"name": null, "role": "AXImage", "description": "", "role_description": "image", "value": null, "position": "-391.00;-244.00", "size": "9;21", "children": []}]}, {"name": null, "role": "AXRow", "description": "Project Structure", "role_description": "row", "value": 0, "position": "19.00;-495.00", "size": "251;25", "children": [{"name": null, "role": "AXStaticText", "description": "Project Structure", "role_description": "text", "value": "Project Structure", "position": "-391.00;-244.00", "size": "227;21", "children": []}, {"name": null, "role": "AXImage", "description": "", "role_description": "image", "value": null, "position": "-391.00;-244.00", "size": "16;21", "children": []}, {"name": null, "role": "AXImage", "description": "", "role_description": "image", "value": null, "position": "-391.00;-244.00", "size": "9;21", "children": []}]}, {"name": null, "role": "AXRow", "description": "Build, Execution, Deployment", "role_description": "row", "value": 0, "position": "3.00;-470.00", "size": "267;25", "children": [{"name": null, "role": "AXStaticText", "description": "Build, Execution, Deployment", "role_description": "text", "value": "Build, Execution, Deployment", "position": "-391.00;-244.00", "size": "227;21", "children": []}, {"name": null, "role": "AXImage", "description": "", "role_description": "image", "value": null, "position": "-391.00;-244.00", "size": "16;21", "children": []}, {"name": null, "role": "AXImage", "description": "", "role_description": "image", "value": null, "position": "-391.00;-244.00", "size": "9;21", "children": []}]}, {"name": null, "role": "AXRow", "description": "Build Tools", "role_description": "row", "value": 0, "position": "19.00;-445.00", "size": "251;25", "children": [{"name": null, "role": "AXStaticText", "description": "Build Tools", "role_description": "text", "value": "Build Tools", "position": "-391.00;-244.00", "size": "227;21", "children": []}, {"name": null, "role": "AXImage", "description": "", "role_description": "image", "value": null, "position": "-391.00;-244.00", "size": "16;21", "children": []}, {"name": null, "role": "AXImage", "description": "", "role_description": "image", "value": null, "position": "-391.00;-244.00", "size": "9;21", "children": []}]}, {"name": null, "role": "AXRow", "description": "Debugger", "role_description": "row", "value": 0, "position": "19.00;-420.00", "size": "251;25", "children": [{"name": null, "role": "AXStaticText", "description": "Debugger", "role_description": "text", "value": "Debugger", "position": "-391.00;-244.00", "size": "227;21", "children": []}, {"name": null, "role": "AXImage", "description": "", "role_description": "image", "value": null, "position": "-391.00;-244.00", "size": "16;21", "children": []}, {"name": null, "role": "AXImage", "description": "", "role_description": "image", "value": null, "position": "-391.00;-244.00", "size": "9;21", "children": []}]}, {"name": null, "role": "AXRow", "description": "Data Views", "role_description": "row", "value": 0, "position": "35.00;-395.00", "size": "235;25", "children": [{"name": null, "role": "AXStaticText", "description": "Data Views", "role_description": "text", "value": "Data Views", "position": "-391.00;-244.00", "size": "227;21", "children": []}, {"name": null, "role": "AXImage", "description": "", "role_description": "image", "value": null, "position": "-391.00;-244.00", "size": "16;21", "children": []}, {"name": null, "role": "AXImage", "description": "", "role_description": "image", "value": null, "position": "-391.00;-244.00", "size": "9;21", "children": []}]}, {"name": null, "role": "AXRow", "description": "Stepping", "role_description": "row", "value": 0, "position": "35.00;-370.00", "size": "235;25", "children": [{"name": null, "role": "AXStaticText", "description": "Stepping", "role_description": "text", "value": "Stepping", "position": "-391.00;-244.00", "size": "227;21", "children": []}, {"name": null, "role": "AXImage", "description": "", "role_description": "image", "value": null, "position": "-391.00;-244.00", "size": "16;21", "children": []}, {"name": null, "role": "AXImage", "description": "", "role_description": "image", "value": null, "position": "-391.00;-244.00", "size": "9;21", "children": []}]}, {"name": null, "role": "AXRow", "description": "Python Type Renderers", "role_description": "row", "value": 0, "position": "35.00;-345.00", "size": "235;25", "children": [{"name": null, "role": "AXStaticText", "description": "Python Type Renderers", "role_description": "text", "value": "Python Type Renderers", "position": "-391.00;-244.00", "size": "227;21", "children": []}, {"name": null, "role": "AXImage", "description": "", "role_description": "image", "value": null, "position": "-391.00;-244.00", "size": "16;21", "children": []}, {"name": null, "role": "AXImage", "description": "", "role_description": "image", "value": null, "position": "-391.00;-244.00", "size": "9;21", "children": []}]}, {"name": null, "role": "AXRow", "description": "Python Debugger", "role_description": "row", "value": 0, "position": "19.00;-320.00", "size": "251;25", "children": [{"name": null, "role": "AXStaticText", "description": "Python Debugger", "role_description": "text", "value": "Python Debugger", "position": "-391.00;-244.00", "size": "227;21", "children": []}, {"name": null, "role": "AXImage", "description": "", "role_description": "image", "value": null, "position": "-391.00;-244.00", "size": "16;21", "children": []}, {"name": null, "role": "AXImage", "description": "", "role_description": "image", "value": null, "position": "-391.00;-244.00", "size": "9;21", "children": []}]}, {"name": null, "role": "AXRow", "description": "Console", "role_description": "row", "value": 0, "position": "19.00;-295.00", "size": "251;25", "children": [{"name": null, "role": "AXStaticText", "description": "Console", "role_description": "text", "value": "Console", "position": "-391.00;-244.00", "size": "227;21", "children": []}, {"name": null, "role": "AXImage", "description": "", "role_description": "image", "value": null, "position": "-391.00;-244.00", "size": "16;21", "children": []}, {"name": null, "role": "AXImage", "description": "", "role_description": "image", "value": null, "position": "-391.00;-244.00", "size": "9;21", "children": []}]}, {"name": null, "role": "AXRow", "description": "Python Console", "role_description": "row", "value": 0, "position": "35.00;-270.00", "size": "235;25", "children": [{"name": null, "role": "AXStaticText", "description": "Python Console", "role_description": "text", "value": "Python Console", "position": "-391.00;-244.00", "size": "227;21", "children": []}, {"name": null, "role": "AXImage", "description": "", "role_description": "image", "value": null, "position": "-391.00;-244.00", "size": "16;21", "children": []}, {"name": null, "role": "AXImage", "description": "", "role_description": "image", "value": null, "position": "-391.00;-244.00", "size": "9;21", "children": []}]}, {"name": null, "role": "AXRow", "description": "Required Plugins", "role_description": "row", "value": 0, "position": "19.00;-245.00", "size": "251;25", "children": [{"name": null, "role": "AXStaticText", "description": "Required Plugins", "role_description": "text", "value": "Required Plugins", "position": "-391.00;-244.00", "size": "227;21", "children": []}, {"name": null, "role": "AXImage", "description": "", "role_description": "image", "value": null, "position": "-391.00;-244.00", "size": "16;21", "children": []}, {"name": null, "role": "AXImage", "description": "", "role_description": "image", "value": null, "position": "-391.00;-244.00", "size": "9;21", "children": []}]}, {"name": null, "role": "AXRow", "description": "Trusted Locations", "role_description": "row", "value": 0, "position": "19.00;-220.00", "size": "251;25", "children": [{"name": null, "role": "AXStaticText", "description": "Trusted Locations", "role_description": "text", "value": "Trusted Locations", "position": "-391.00;-244.00", "size": "227;21", "children": []}, {"name": null, "role": "AXImage", "description": "", "role_description": "image", "value": null, "position": "-391.00;-244.00", "size": "16;21", "children": []}, {"name": null, "role": "AXImage", "description": "", "role_description": "image", "value": null, "position": "-391.00;-244.00", "size": "9;21", "children": []}]}, {"name": null, "role": "AXRow", "description": "Languages & Frameworks", "role_description": "row", "value": 0, "position": "3.00;-195.00", "size": "267;25", "children": [{"name": null, "role": "AXStaticText", "description": "TypeScript", "role_description": "text", "value": "TypeScript", "position": "-391.00;-244.00", "size": "227;21", "children": []}, {"name": null, "role": "AXImage", "description": "", "role_description": "image", "value": null, "position": "-391.00;-244.00", "size": "16;21", "children": []}, {"name": null, "role": "AXImage", "description": "", "role_description": "image", "value": null, "position": "-391.00;-244.00", "size": "9;21", "children": []}]}, {"name": null, "role": "AXRow", "description": "Django", "role_description": "row", "value": 0, "position": "19.00;-170.00", "size": "251;25", "children": [{"name": null, "role": "AXStaticText", "description": "Django", "role_description": "text", "value": "Django", "position": "-391.00;-244.00", "size": "227;21", "children": []}, {"name": null, "role": "AXImage", "description": "", "role_description": "image", "value": null, "position": "-391.00;-244.00", "size": "16;21", "children": []}, {"name": null, "role": "AXImage", "description": "", "role_description": "image", "value": null, "position": "-391.00;-244.00", "size": "9;21", "children": []}]}, {"name": null, "role": "AXRow", "description": "JavaScript", "role_description": "row", "value": 0, "position": "19.00;-145.00", "size": "251;25", "children": [{"name": null, "role": "AXStaticText", "description": "JavaScript", "role_description": "text", "value": "JavaScript", "position": "-391.00;-244.00", "size": "227;21", "children": []}, {"name": null, "role": "AXImage", "description": "", "role_description": "image", "value": null, "position": "-391.00;-244.00", "size": "16;21", "children": []}, {"name": null, "role": "AXImage", "description": "", "role_description": "image", "value": null, "position": "-391.00;-244.00", "size": "9;21", "children": []}]}, {"name": null, "role": "AXRow", "description": "Jupyter", "role_description": "row", "value": 0, "position": "19.00;-120.00", "size": "251;25", "children": [{"name": null, "role": "AXStaticText", "description": "Jupyter", "role_description": "text", "value": "Jupyter", "position": "-391.00;-244.00", "size": "227;21", "children": []}, {"name": null, "role": "AXImage", "description": "", "role_description": "image", "value": null, "position": "-391.00;-244.00", "size": "16;21", "children": []}, {"name": null, "role": "AXImage", "description": "", "role_description": "image", "value": null, "position": "-391.00;-244.00", "size": "9;21", "children": []}]}, {"name": null, "role": "AXRow", "description": "Markdown", "role_description": "row", "value": 0, "position": "19.00;-95.00", "size": "251;25", "children": [{"name": null, "role": "AXStaticText", "description": "Markdown", "role_description": "text", "value": "Markdown", "position": "-391.00;-244.00", "size": "227;21", "children": []}, {"name": null, "role": "AXImage", "description": "", "role_description": "image", "value": null, "position": "-391.00;-244.00", "size": "16;21", "children": []}, {"name": null, "role": "AXImage", "description": "", "role_description": "image", "value": null, "position": "-391.00;-244.00", "size": "9;21", "children": []}]}, {"name": null, "role": "AXRow", "description": "ReStructured text", "role_description": "row", "value": 0, "position": "19.00;-70.00", "size": "251;25", "children": [{"name": null, "role": "AXStaticText", "description": "ReStructured text", "role_description": "text", "value": "ReStructured text", "position": "-391.00;-244.00", "size": "227;21", "children": []}, {"name": null, "role": "AXImage", "description": "", "role_description": "image", "value": null, "position": "-391.00;-244.00", "size": "16;21", "children": []}, {"name": null, "role": "AXImage", "description": "", "role_description": "image", "value": null, "position": "-391.00;-244.00", "size": "9;21", "children": []}]}, {"name": null, "role": "AXRow", "description": "Schemas and DTDs", "role_description": "row", "value": 0, "position": "19.00;-45.00", "size": "251;25", "children": [{"name": null, "role": "AXStaticText", "description": "Remote JSON Schemas", "role_description": "text", "value": "Remote JSON Schemas", "position": "-391.00;-244.00", "size": "227;21", "children": []}, {"name": null, "role": "AXImage", "description": "", "role_description": "image", "value": null, "position": "-391.00;-244.00", "size": "16;21", "children": []}, {"name": null, "role": "AXImage", "description": "", "role_description": "image", "value": null, "position": "-391.00;-244.00", "size": "9;21", "children": []}]}, {"name": null, "role": "AXRow", "description": "Default XML Schemas", "role_description": "row", "value": 0, "position": "35.00;-20.00", "size": "235;25", "children": [{"name": null, "role": "AXStaticText", "description": "Default XML Schemas", "role_description": "text", "value": "Default XML Schemas", "position": "-391.00;-244.00", "size": "227;21", "children": []}, {"name": null, "role": "AXImage", "description": "", "role_description": "image", "value": null, "position": "-391.00;-244.00", "size": "16;21", "children": []}, {"name": null, "role": "AXImage", "description": "", "role_description": "image", "value": null, "position": "-391.00;-244.00", "size": "9;21", "children": []}]}, {"name": null, "role": "AXRow", "description": "XML Catalog", "role_description": "row", "value": 0, "position": "35.00;5.00", "size": "235;25", "children": [{"name": null, "role": "AXStaticText", "description": "XML Catalog", "role_description": "text", "value": "XML Catalog", "position": "-391.00;-244.00", "size": "227;21", "children": []}, {"name": null, "role": "AXImage", "description": "", "role_description": "image", "value": null, "position": "-391.00;-244.00", "size": "16;21", "children": []}, {"name": null, "role": "AXImage", "description": "", "role_description": "image", "value": null, "position": "-391.00;-244.00", "size": "9;21", "children": []}]}, {"name": null, "role": "AXRow", "description": "JSON Schema Mappings", "role_description": "row", "value": 0, "position": "35.00;30.00", "size": "235;25", "children": [{"name": null, "role": "AXStaticText", "description": "JSON Schema Mappings", "role_description": "text", "value": "JSON Schema Mappings", "position": "-391.00;-244.00", "size": "227;21", "children": []}, {"name": null, "role": "AXImage", "description": "", "role_description": "image", "value": null, "position": "-391.00;-244.00", "size": "16;21", "children": []}, {"name": null, "role": "AXImage", "description": "", "role_description": "image", "value": null, "position": "-391.00;-244.00", "size": "9;21", "children": []}]}, {"name": null, "role": "AXRow", "description": "Remote JSON Schemas", "role_description": "row", "value": 0, "position": "35.00;55.00", "size": "235;25", "children": [{"name": null, "role": "AXStaticText", "description": "Remote JSON Schemas", "role_description": "text", "value": "Remote JSON Schemas", "position": "-391.00;-244.00", "size": "227;21", "children": []}, {"name": null, "role": "AXImage", "description": "", "role_description": "image", "value": null, "position": "-391.00;-244.00", "size": "16;21", "children": []}, {"name": null, "role": "AXImage", "description": "", "role_description": "image", "value": null, "position": "-391.00;-244.00", "size": "9;21", "children": []}]}, {"name": null, "role": "AXRow", "description": "TypeScript", "role_description": "row", "value": 0, "position": "19.00;80.00", "size": "251;25", "children": [{"name": null, "role": "AXStaticText", "description": "TypeScript", "role_description": "text", "value": "TypeScript", "position": "-391.00;-244.00", "size": "227;21", "children": []}, {"name": null, "role": "AXImage", "description": "", "role_description": "image", "value": null, "position": "-391.00;-244.00", "size": "16;21", "children": []}, {"name": null, "role": "AXImage", "description": "", "role_description": "image", "value": null, "position": "-391.00;-244.00", "size": "9;21", "children": []}]}, {"name": null, "role": "AXRow", "description": "Tools", "role_description": "row", "value": 0, "position": "3.00;105.00", "size": "267;25", "children": [{"name": null, "role": "AXStaticText", "description": "Tasks", "role_description": "text", "value": "Tasks", "position": "-391.00;-244.00", "size": "227;21", "children": []}, {"name": null, "role": "AXImage", "description": "", "role_description": "image", "value": null, "position": "-391.00;-244.00", "size": "16;21", "children": []}, {"name": null, "role": "AXImage", "description": "", "role_description": "image", "value": null, "position": "-391.00;-244.00", "size": "9;21", "children": []}]}, {"name": null, "role": "AXRow", "description": "Qodana", "role_description": "row", "value": 0, "position": "19.00;130.00", "size": "251;25", "children": [{"name": null, "role": "AXStaticText", "description": "Qodana", "role_description": "text", "value": "Qodana", "position": "-391.00;-244.00", "size": "227;21", "children": []}, {"name": null, "role": "AXImage", "description": "", "role_description": "image", "value": null, "position": "-391.00;-244.00", "size": "16;21", "children": []}, {"name": null, "role": "AXImage", "description": "", "role_description": "image", "value": null, "position": "-391.00;-244.00", "size": "9;21", "children": []}]}, {"name": null, "role": "AXRow", "description": "Actions on Save", "role_description": "row", "value": 0, "position": "19.00;155.00", "size": "251;25", "children": [{"name": null, "role": "AXStaticText", "description": "Actions on Save", "role_description": "text", "value": "Actions on Save", "position": "-391.00;-244.00", "size": "227;21", "children": []}, {"name": null, "role": "AXImage", "description": "", "role_description": "image", "value": null, "position": "-391.00;-244.00", "size": "16;21", "children": []}, {"name": null, "role": "AXImage", "description": "", "role_description": "image", "value": null, "position": "-391.00;-244.00", "size": "9;21", "children": []}]}, {"name": null, "role": "AXRow", "description": "Web Browsers and Preview", "role_description": "row", "value": 0, "position": "19.00;180.00", "size": "251;25", "children": [{"name": null, "role": "AXStaticText", "description": "Web Browsers and Preview", "role_description": "text", "value": "Web Browsers and Preview", "position": "-391.00;-244.00", "size": "227;21", "children": []}, {"name": null, "role": "AXImage", "description": "", "role_description": "image", "value": null, "position": "-391.00;-244.00", "size": "16;21", "children": []}, {"name": null, "role": "AXImage", "description": "", "role_description": "image", "value": null, "position": "-391.00;-244.00", "size": "9;21", "children": []}]}, {"name": null, "role": "AXRow", "description": "External Tools", "role_description": "row", "value": 0, "position": "19.00;205.00", "size": "251;25", "children": [{"name": null, "role": "AXStaticText", "description": "External Tools", "role_description": "text", "value": "External Tools", "position": "-391.00;-244.00", "size": "227;21", "children": []}, {"name": null, "role": "AXImage", "description": "", "role_description": "image", "value": null, "position": "-391.00;-244.00", "size": "16;21", "children": []}, {"name": null, "role": "AXImage", "description": "", "role_description": "image", "value": null, "position": "-391.00;-244.00", "size": "9;21", "children": []}]}, {"name": null, "role": "AXRow", "description": "Terminal", "role_description": "row", "value": 0, "position": "19.00;230.00", "size": "251;25", "children": [{"name": null, "role": "AXStaticText", "description": "Terminal", "role_description": "text", "value": "Terminal", "position": "-391.00;-244.00", "size": "227;21", "children": []}, {"name": null, "role": "AXImage", "description": "", "role_description": "image", "value": null, "position": "-391.00;-244.00", "size": "16;21", "children": []}, {"name": null, "role": "AXImage", "description": "", "role_description": "image", "value": null, "position": "-391.00;-244.00", "size": "9;21", "children": []}]}, {"name": null, "role": "AXRow", "description": "AI Assistant", "role_description": "row", "value": 0, "position": "19.00;255.00", "size": "251;25", "children": [{"name": null, "role": "AXStaticText", "description": "AI Assistant", "role_description": "text", "value": "AI Assistant", "position": "-391.00;-244.00", "size": "227;21", "children": []}, {"name": null, "role": "AXImage", "description": "", "role_description": "image", "value": null, "position": "-391.00;-244.00", "size": "16;21", "children": []}, {"name": null, "role": "AXImage", "description": "", "role_description": "image", "value": null, "position": "-391.00;-244.00", "size": "9;21", "children": []}]}, {"name": null, "role": "AXRow", "description": "Black", "role_description": "row", "value": 0, "position": "19.00;280.00", "size": "251;25", "children": [{"name": null, "role": "AXStaticText", "description": "Black", "role_description": "text", "value": "Black", "position": "-391.00;-244.00", "size": "227;21", "children": []}, {"name": null, "role": "AXImage", "description": "", "role_description": "image", "value": null, "position": "-391.00;-244.00", "size": "16;21", "children": []}, {"name": null, "role": "AXImage", "description": "", "role_description": "image", "value": null, "position": "-391.00;-244.00", "size": "9;21", "children": []}]}, {"name": null, "role": "AXRow", "description": "Code With Me", "role_description": "row", "value": 0, "position": "19.00;305.00", "size": "251;25", "children": [{"name": null, "role": "AXStaticText", "description": "Code With Me", "role_description": "text", "value": "Code With Me", "position": "-391.00;-244.00", "size": "227;21", "children": []}, {"name": null, "role": "AXImage", "description": "", "role_description": "image", "value": null, "position": "-391.00;-244.00", "size": "16;21", "children": []}, {"name": null, "role": "AXImage", "description": "", "role_description": "image", "value": null, "position": "-391.00;-244.00", "size": "9;21", "children": []}]}, {"name": null, "role": "AXRow", "description": "Database", "role_description": "row", "value": 0, "position": "19.00;330.00", "size": "251;25", "children": [{"name": null, "role": "AXStaticText", "description": "Database", "role_description": "text", "value": "Database", "position": "-391.00;-244.00", "size": "227;21", "children": []}, {"name": null, "role": "AXImage", "description": "", "role_description": "image", "value": null, "position": "-391.00;-244.00", "size": "16;21", "children": []}, {"name": null, "role": "AXImage", "description": "", "role_description": "image", "value": null, "position": "-391.00;-244.00", "size": "9;21", "children": []}]}, {"name": null, "role": "AXRow", "description": "Diff & Merge", "role_description": "row", "value": 0, "position": "19.00;355.00", "size": "251;25", "children": [{"name": null, "role": "AXStaticText", "description": "Diff & Merge", "role_description": "text", "value": "Diff & Merge", "position": "-391.00;-244.00", "size": "227;21", "children": []}, {"name": null, "role": "AXImage", "description": "", "role_description": "image", "value": null, "position": "-391.00;-244.00", "size": "16;21", "children": []}, {"name": null, "role": "AXImage", "description": "", "role_description": "image", "value": null, "position": "-391.00;-244.00", "size": "9;21", "children": []}]}, {"name": null, "role": "AXRow", "description": "Features Suggester", "role_description": "row", "value": 0, "position": "19.00;380.00", "size": "251;25", "children": [{"name": null, "role": "AXStaticText", "description": "Features Suggester", "role_description": "text", "value": "Features Suggester", "position": "-391.00;-244.00", "size": "227;21", "children": []}, {"name": null, "role": "AXImage", "description": "", "role_description": "image", "value": null, "position": "-391.00;-244.00", "size": "16;21", "children": []}, {"name": null, "role": "AXImage", "description": "", "role_description": "image", "value": null, "position": "-391.00;-244.00", "size": "9;21", "children": []}]}, {"name": null, "role": "AXRow", "description": "Features Trainer", "role_description": "row", "value": 0, "position": "19.00;405.00", "size": "251;25", "children": [{"name": null, "role": "AXStaticText", "description": "Features Trainer", "role_description": "text", "value": "Features Trainer", "position": "-391.00;-244.00", "size": "227;21", "children": []}, {"name": null, "role": "AXImage", "description": "", "role_description": "image", "value": null, "position": "-391.00;-244.00", "size": "16;21", "children": []}, {"name": null, "role": "AXImage", "description": "", "role_description": "image", "value": null, "position": "-391.00;-244.00", "size": "9;21", "children": []}]}, {"name": null, "role": "AXRow", "description": "Python External Documentation", "role_description": "row", "value": 0, "position": "19.00;430.00", "size": "251;25", "children": [{"name": null, "role": "AXStaticText", "description": "Python External Documentation", "role_description": "text", "value": "Python External Documentation", "position": "-391.00;-244.00", "size": "227;21", "children": []}, {"name": null, "role": "AXImage", "description": "", "role_description": "image", "value": null, "position": "-391.00;-244.00", "size": "16;21", "children": []}, {"name": null, "role": "AXImage", "description": "", "role_description": "image", "value": null, "position": "-391.00;-244.00", "size": "9;21", "children": []}]}, {"name": null, "role": "AXRow", "description": "Python Integrated Tools", "role_description": "row", "value": 0, "position": "19.00;455.00", "size": "251;25", "children": [{"name": null, "role": "AXStaticText", "description": "Python Integrated Tools", "role_description": "text", "value": "Python Integrated Tools", "position": "-391.00;-244.00", "size": "227;21", "children": []}, {"name": null, "role": "AXImage", "description": "", "role_description": "image", "value": null, "position": "-391.00;-244.00", "size": "16;21", "children": []}, {"name": null, "role": "AXImage", "description": "", "role_description": "image", "value": null, "position": "-391.00;-244.00", "size": "9;21", "children": []}]}, {"name": null, "role": "AXRow", "description": "Remote SSH", "role_description": "row", "value": 0, "position": "19.00;480.00", "size": "251;25", "children": [{"name": null, "role": "AXStaticText", "description": "Remote SSH", "role_description": "text", "value": "Remote SSH", "position": "-391.00;-244.00", "size": "227;21", "children": []}, {"name": null, "role": "AXImage", "description": "", "role_description": "image", "value": null, "position": "-391.00;-244.00", "size": "16;21", "children": []}, {"name": null, "role": "AXImage", "description": "", "role_description": "image", "value": null, "position": "-391.00;-244.00", "size": "9;21", "children": []}]}, {"name": null, "role": "AXRow", "description": "Server Certificates", "role_description": "row", "value": 0, "position": "19.00;505.00", "size": "251;25", "children": [{"name": null, "role": "AXStaticText", "description": "Server Certificates", "role_description": "text", "value": "Server Certificates", "position": "-391.00;-244.00", "size": "227;21", "children": []}, {"name": null, "role": "AXImage", "description": "", "role_description": "image", "value": null, "position": "-391.00;-244.00", "size": "16;21", "children": []}, {"name": null, "role": "AXImage", "description": "", "role_description": "image", "value": null, "position": "-391.00;-244.00", "size": "9;21", "children": []}]}, {"name": null, "role": "AXRow", "description": "Shared Indexes", "role_description": "row", "value": 0, "position": "19.00;530.00", "size": "251;25", "children": [{"name": null, "role": "AXStaticText", "description": "Shared Indexes", "role_description": "text", "value": "Shared Indexes", "position": "-391.00;-244.00", "size": "227;21", "children": []}, {"name": null, "role": "AXImage", "description": "", "role_description": "image", "value": null, "position": "-391.00;-244.00", "size": "16;21", "children": []}, {"name": null, "role": "AXImage", "description": "", "role_description": "image", "value": null, "position": "-391.00;-244.00", "size": "9;21", "children": []}]}, {"name": null, "role": "AXRow", "description": "Startup Tasks", "role_description": "row", "value": 0, "position": "19.00;555.00", "size": "251;25", "children": [{"name": null, "role": "AXStaticText", "description": "Startup Tasks", "role_description": "text", "value": "Startup Tasks", "position": "-391.00;-244.00", "size": "227;21", "children": []}, {"name": null, "role": "AXImage", "description": "", "role_description": "image", "value": null, "position": "-391.00;-244.00", "size": "16;21", "children": []}, {"name": null, "role": "AXImage", "description": "", "role_description": "image", "value": null, "position": "-391.00;-244.00", "size": "9;21", "children": []}]}, {"name": null, "role": "AXRow", "description": "Tasks", "role_description": "row", "value": 0, "position": "19.00;580.00", "size": "251;25", "children": [{"name": null, "role": "AXStaticText", "description": "Tasks", "role_description": "text", "value": "Tasks", "position": "-391.00;-244.00", "size": "227;21", "children": []}, {"name": null, "role": "AXImage", "description": "", "role_description": "image", "value": null, "position": "-391.00;-244.00", "size": "16;21", "children": []}, {"name": null, "role": "AXImage", "description": "", "role_description": "image", "value": null, "position": "-391.00;-244.00", "size": "9;21", "children": []}]}, {"name": null, "role": "AXRow", "description": "Settings Sync", "role_description": "row", "value": 0, "position": "3.00;605.00", "size": "267;25", "children": [{"name": null, "role": "AXStaticText", "description": "Settings Sync", "role_description": "text", "value": "Settings Sync", "position": "-391.00;-244.00", "size": "227;21", "children": []}, {"name": null, "role": "AXImage", "description": "", "role_description": "image", "value": null, "position": "-391.00;-244.00", "size": "16;21", "children": []}, {"name": null, "role": "AXImage", "description": "", "role_description": "image", "value": null, "position": "-391.00;-244.00", "size": "9;21", "children": []}]}, {"name": null, "role": "AXRow", "description": "Advanced Settings", "role_description": "row", "value": 0, "position": "3.00;630.00", "size": "267;25", "children": [{"name": null, "role": "AXStaticText", "description": "Advanced Settings", "role_description": "text", "value": "Advanced Settings", "position": "-391.00;-244.00", "size": "227;21", "children": []}, {"name": null, "role": "AXImage", "description": "", "role_description": "image", "value": null, "position": "-391.00;-244.00", "size": "16;21", "children": []}, {"name": null, "role": "AXImage", "description": "", "role_description": "image", "value": null, "position": "-391.00;-244.00", "size": "9;21", "children": []}]}]}]}, {"name": null, "role": "AXButton", "description": "Tools", "role_description": "button", "value": null, "position": "-391.00;-244.00", "size": "0;0", "children": []}, {"name": null, "role": "AXButton", "description": "Qodana", "role_description": "button", "value": null, "position": "-391.00;-244.00", "size": "0;0", "children": []}, {"name": null, "role": "AXButton", "description": null, "role_description": "button", "value": null, "position": "-391.00;-244.00", "size": "0;0", "children": []}, {"name": null, "role": "AXButton", "description": null, "role_description": "button", "value": null, "position": "-391.00;-244.00", "size": "0;0", "children": []}, {"name": null, "role": "AXImage", "description": "", "role_description": "image", "value": null, "position": "409.00;48.00", "size": "9;9", "children": []}, {"name": null, "role": "AXImage", "description": null, "role_description": "image", "value": null, "position": "418.00;45.00", "size": "16;16", "children": []}, {"name": null, "role": "AXLink", "description": "Revert changes", "role_description": "link", "value": null, "position": "-391.00;-244.00", "size": "0;0", "children": []}, {"name": null, "role": "AXGroup", "description": "Action Toolbar", "role_description": "group", "value": 0, "position": "916.00;37.00", "size": "66;34", "children": [{"name": null, "role": "AXButton", "description": "Back", "role_description": "button", "value": null, "position": "923.00;42.00", "size": "26;24", "children": []}, {"name": null, "role": "AXButton", "description": "Forward", "role_description": "button", "value": null, "position": "949.00;42.00", "size": "26;24", "children": []}]}, {"name": null, "role": "AXStaticText", "description": "", "role_description": "text", "value": "", "position": "-391.00;-244.00", "size": "0;0", "children": []}, {"name": null, "role": "AXScrollArea", "description": null, "role_description": "scroll area", "value": 0, "position": "-391.00;-244.00", "size": "711;600", "children": [{"name": null, "role": "AXScrollBar", "description": null, "role_description": "scroll bar", "value": 0, "position": "-391.00;-244.00", "size": "14;600", "children": []}, {"name": null, "role": "AXScrollBar", "description": null, "role_description": "scroll bar", "value": 0, "position": "-391.00;-244.00", "size": "0;0", "children": []}, {"name": null, "role": "AXStaticText", "description": "Theme:", "role_description": "text", "value": "Theme:", "position": "-391.00;-244.00", "size": "46;17", "children": []}, {"name": null, "role": "AXPopUpButton", "description": "Theme:", "role_description": "pop up button", "value": "LafReference(name=Dark, themeId=ExperimentalDark)", "position": "-391.00;-244.00", "size": "206;34", "children": [{"name": null, "role": "AXPopUpButton", "description": null, "role_description": "pop up button", "value": null, "position": "-391.00;-244.00", "size": "0;0", "children": []}]}, {"name": null, "role": "AXCheckBox", "description": "Sync with OS", "role_description": "checkbox", "value": 0, "position": "-391.00;-244.00", "size": "110;25", "children": []}, {"name": null, "role": "AXGroup", "description": "Action Toolbar", "role_description": "group", "value": 0, "position": "-391.00;-244.00", "size": "40;34", "children": [{"name": null, "role": "AXButton", "description": "Preferred Theme and Editor Color Scheme", "role_description": "button", "value": null, "position": "-391.00;-244.00", "size": "26;24", "children": []}]}, {"name": null, "role": "AXStaticText", "description": "Editor color scheme:", "role_description": "text", "value": "Editor color scheme:", "position": "-391.00;-244.00", "size": "126;17", "children": []}, {"name": null, "role": "AXPopUpButton", "description": null, "role_description": "pop up button", "value": "Dark Theme default", "position": "-391.00;-244.00", "size": "200;34", "children": [{"name": null, "role": "AXPopUpButton", "description": null, "role_description": "pop up button", "value": null, "position": "-391.00;-244.00", "size": "0;0", "children": []}]}, {"name": null, "role": "AXTextField", "description": null, "role_description": "text field", "value": "", "position": "-391.00;-244.00", "size": "200;34", "children": []}, {"name": null, "role": "AXGroup", "description": "Action Toolbar", "role_description": "group", "value": 0, "position": "-391.00;-244.00", "size": "26;34", "children": [{"name": null, "role": "AXButton", "description": "Show Scheme Actions", "role_description": "button", "value": null, "position": "-391.00;-244.00", "size": "26;24", "children": []}]}, {"name": null, "role": "AXStaticText", "description": "", "role_description": "text", "value": "", "position": "-391.00;-244.00", "size": "0;0", "children": []}, {"name": null, "role": "AXStaticText", "description": "Accessibility", "role_description": "text", "value": "Accessibility", "position": "-391.00;-244.00", "size": "77;17", "children": []}, {"name": null, "role": "AXStaticText", "description": "Zoom:", "role_description": "text", "value": "Zoom:", "position": "-391.00;-244.00", "size": "39;17", "children": []}, {"name": null, "role": "AXComboBox", "description": "Zoom:", "role_description": "combo box", "value": "100%", "position": "-391.00;-244.00", "size": "91;34", "children": [{"name": null, "role": "AXPopUpButton", "description": null, "role_description": "pop up button", "value": null, "position": "-391.00;-244.00", "size": "0;0", "children": [{"name": null, "role": "AXMenuItem", "description": null, "role_description": "menu item", "value": null, "position": "-391.00;-244.00", "size": "0;0", "children": [{"name": null, "role": "AXList", "description": "list", "role_description": "list", "value": 0, "position": "-391.00;-244.00", "size": "0;0", "children": [{"name": null, "role": "AXRow", "description": "70%", "role_description": "row", "value": 0, "position": "-391.00;-244.00", "size": "0;24", "children": [{"name": null, "role": "AXStaticText", "description": "70%", "role_description": "text", "value": 0, "position": "-391.00;-244.00", "size": "0;24", "children": [{"name": null, "role": "AXStaticText", "description": "70%", "role_description": "text", "value": "70%", "position": "-391.00;-244.00", "size": "37;21", "children": []}]}]}, {"name": null, "role": "AXRow", "description": "80%", "role_description": "row", "value": 0, "position": "-391.00;-244.00", "size": "0;24", "children": [{"name": null, "role": "AXStaticText", "description": "80%", "role_description": "text", "value": 0, "position": "-391.00;-244.00", "size": "0;24", "children": [{"name": null, "role": "AXStaticText", "description": "80%", "role_description": "text", "value": "80%", "position": "-391.00;-244.00", "size": "37;21", "children": []}]}]}, {"name": null, "role": "AXRow", "description": "90%", "role_description": "row", "value": 0, "position": "-391.00;-244.00", "size": "0;24", "children": [{"name": null, "role": "AXStaticText", "description": "90%", "role_description": "text", "value": 0, "position": "-391.00;-244.00", "size": "0;24", "children": [{"name": null, "role": "AXStaticText", "description": "90%", "role_description": "text", "value": "90%", "position": "-391.00;-244.00", "size": "37;21", "children": []}]}]}, {"name": null, "role": "AXRow", "description": "100%", "role_description": "row", "value": 0, "position": "-391.00;-244.00", "size": "0;24", "children": [{"name": null, "role": "AXStaticText", "description": "100%", "role_description": "text", "value": 0, "position": "-391.00;-244.00", "size": "0;24", "children": [{"name": null, "role": "AXStaticText", "description": "100%", "role_description": "text", "value": "100%", "position": "-391.00;-244.00", "size": "37;21", "children": []}]}]}, {"name": null, "role": "AXRow", "description": "110%", "role_description": "row", "value": 0, "position": "-391.00;-244.00", "size": "0;24", "children": [{"name": null, "role": "AXStaticText", "description": "110%", "role_description": "text", "value": 0, "position": "-391.00;-244.00", "size": "0;24", "children": [{"name": null, "role": "AXStaticText", "description": "110%", "role_description": "text", "value": "110%", "position": "-391.00;-244.00", "size": "37;21", "children": []}]}]}, {"name": null, "role": "AXRow", "description": "125%", "role_description": "row", "value": 0, "position": "-391.00;-244.00", "size": "0;24", "children": [{"name": null, "role": "AXStaticText", "description": "125%", "role_description": "text", "value": 0, "position": "-391.00;-244.00", "size": "0;24", "children": [{"name": null, "role": "AXStaticText", "description": "125%", "role_description": "text", "value": "125%", "position": "-391.00;-244.00", "size": "37;21", "children": []}]}]}, {"name": null, "role": "AXRow", "description": "150%", "role_description": "row", "value": 0, "position": "-391.00;-244.00", "size": "0;24", "children": [{"name": null, "role": "AXStaticText", "description": "150%", "role_description": "text", "value": 0, "position": "-391.00;-244.00", "size": "0;24", "children": [{"name": null, "role": "AXStaticText", "description": "150%", "role_description": "text", "value": "150%", "position": "-391.00;-244.00", "size": "37;21", "children": []}]}]}, {"name": null, "role": "AXRow", "description": "175%", "role_description": "row", "value": 0, "position": "-391.00;-244.00", "size": "0;24", "children": [{"name": null, "role": "AXStaticText", "description": "175%", "role_description": "text", "value": 0, "position": "-391.00;-244.00", "size": "0;24", "children": [{"name": null, "role": "AXStaticText", "description": "175%", "role_description": "text", "value": "175%", "position": "-391.00;-244.00", "size": "37;21", "children": []}]}]}, {"name": null, "role": "AXRow", "description": "200%", "role_description": "row", "value": 0, "position": "-391.00;-244.00", "size": "0;24", "children": [{"name": null, "role": "AXStaticText", "description": "200%", "role_description": "text", "value": 0, "position": "-391.00;-244.00", "size": "0;24", "children": [{"name": null, "role": "AXStaticText", "description": "200%", "role_description": "text", "value": "200%", "position": "-391.00;-244.00", "size": "37;21", "children": []}]}]}]}, {"name": null, "role": "AXScrollBar", "description": null, "role_description": "scroll bar", "value": 0, "position": "-391.00;-244.00", "size": "0;0", "children": []}]}]}, {"name": null, "role": "AXTextField", "description": "Zoom:", "role_description": "text field", "value": "100%", "position": "-391.00;-244.00", "size": "42;17", "children": []}]}, {"name": null, "role": "AXTextField", "description": "text/html", "role_description": "text field", "value": "\nChange with ⌃⌥= or ⌃⌥-. Set to 100% with ⌃⌥0", "position": "-391.00;-244.00", "size": "285;15", "children": [{"name": null, "role": "AXTextField", "description": "text/html", "role_description": "text field", "value": null, "position": "-391.00;-244.00", "size": "0;0", "children": []}, {"name": null, "role": "AXTextField", "description": "text/html", "role_description": "text field", "value": null, "position": "-391.00;-244.00", "size": "285;15", "children": []}, {"name": null, "role": "AXTextField", "description": "text/html", "role_description": "text field", "value": null, "position": "-391.00;-244.00", "size": "0;15", "children": []}]}, {"name": null, "role": "AXLink", "description": "Reset to default", "role_description": "link", "value": null, "position": "-391.00;-244.00", "size": "0;0", "children": []}, {"name": null, "role": "AXCheckBox", "description": "Use custom font:", "role_description": "checkbox", "value": 0, "position": "-391.00;-244.00", "size": "133;25", "children": []}, {"name": null, "role": "AXPopUpButton", "description": "Font:", "role_description": "pop up button", "value": "Inter", "position": "-391.00;-244.00", "size": "272;34", "children": [{"name": null, "role": "AXPopUpButton", "description": null, "role_description": "pop up button", "value": null, "position": "-391.00;-244.00", "size": "0;0", "children": []}]}, {"name": null, "role": "AXStaticText", "description": "Size:", "role_description": "text", "value": "Size:", "position": "-391.00;-244.00", "size": "30;17", "children": []}, {"name": null, "role": "AXComboBox", "description": "Size:", "role_description": "combo box", "value": null, "position": "-391.00;-244.00", "size": "83;34", "children": [{"name": null, "role": "AXPopUpButton", "description": null, "role_description": "pop up button", "value": null, "position": "-391.00;-244.00", "size": "0;0", "children": [{"name": null, "role": "AXMenuItem", "description": null, "role_description": "menu item", "value": null, "position": "-391.00;-244.00", "size": "0;0", "children": [{"name": null, "role": "AXList", "description": "list", "role_description": "list", "value": 0, "position": "-391.00;-244.00", "size": "0;0", "children": [{"name": null, "role": "AXRow", "description": "8", "role_description": "row", "value": 0, "position": "-391.00;-244.00", "size": "0;24", "children": [{"name": null, "role": "AXStaticText", "description": "8", "role_description": "text", "value": 0, "position": "-391.00;-244.00", "size": "0;24", "children": [{"name": null, "role": "AXStaticText", "description": "8", "role_description": "text", "value": "8", "position": "-391.00;-244.00", "size": "18;21", "children": []}]}]}, {"name": null, "role": "AXRow", "description": "9", "role_description": "row", "value": 0, "position": "-391.00;-244.00", "size": "0;24", "children": [{"name": null, "role": "AXStaticText", "description": "9", "role_description": "text", "value": 0, "position": "-391.00;-244.00", "size": "0;24", "children": [{"name": null, "role": "AXStaticText", "description": "9", "role_description": "text", "value": "9", "position": "-391.00;-244.00", "size": "18;21", "children": []}]}]}, {"name": null, "role": "AXRow", "description": "10", "role_description": "row", "value": 0, "position": "-391.00;-244.00", "size": "0;24", "children": [{"name": null, "role": "AXStaticText", "description": "10", "role_description": "text", "value": 0, "position": "-391.00;-244.00", "size": "0;24", "children": [{"name": null, "role": "AXStaticText", "description": "10", "role_description": "text", "value": "10", "position": "-391.00;-244.00", "size": "18;21", "children": []}]}]}, {"name": null, "role": "AXRow", "description": "11", "role_description": "row", "value": 0, "position": "-391.00;-244.00", "size": "0;24", "children": [{"name": null, "role": "AXStaticText", "description": "11", "role_description": "text", "value": 0, "position": "-391.00;-244.00", "size": "0;24", "children": [{"name": null, "role": "AXStaticText", "description": "11", "role_description": "text", "value": "11", "position": "-391.00;-244.00", "size": "18;21", "children": []}]}]}, {"name": null, "role": "AXRow", "description": "12", "role_description": "row", "value": 0, "position": "-391.00;-244.00", "size": "0;24", "children": [{"name": null, "role": "AXStaticText", "description": "12", "role_description": "text", "value": 0, "position": "-391.00;-244.00", "size": "0;24", "children": [{"name": null, "role": "AXStaticText", "description": "12", "role_description": "text", "value": "12", "position": "-391.00;-244.00", "size": "18;21", "children": []}]}]}, {"name": null, "role": "AXRow", "description": "14", "role_description": "row", "value": 0, "position": "-391.00;-244.00", "size": "0;24", "children": [{"name": null, "role": "AXStaticText", "description": "14", "role_description": "text", "value": 0, "position": "-391.00;-244.00", "size": "0;24", "children": [{"name": null, "role": "AXStaticText", "description": "14", "role_description": "text", "value": "14", "position": "-391.00;-244.00", "size": "18;21", "children": []}]}]}, {"name": null, "role": "AXRow", "description": "16", "role_description": "row", "value": 0, "position": "-391.00;-244.00", "size": "0;24", "children": [{"name": null, "role": "AXStaticText", "description": "16", "role_description": "text", "value": 0, "position": "-391.00;-244.00", "size": "0;24", "children": [{"name": null, "role": "AXStaticText", "description": "16", "role_description": "text", "value": "16", "position": "-391.00;-244.00", "size": "18;21", "children": []}]}]}, {"name": null, "role": "AXRow", "description": "18", "role_description": "row", "value": 0, "position": "-391.00;-244.00", "size": "0;24", "children": [{"name": null, "role": "AXStaticText", "description": "18", "role_description": "text", "value": 0, "position": "-391.00;-244.00", "size": "0;24", "children": [{"name": null, "role": "AXStaticText", "description": "18", "role_description": "text", "value": "18", "position": "-391.00;-244.00", "size": "18;21", "children": []}]}]}, {"name": null, "role": "AXRow", "description": "20", "role_description": "row", "value": 0, "position": "-391.00;-244.00", "size": "0;24", "children": [{"name": null, "role": "AXStaticText", "description": "20", "role_description": "text", "value": 0, "position": "-391.00;-244.00", "size": "0;24", "children": [{"name": null, "role": "AXStaticText", "description": "20", "role_description": "text", "value": "20", "position": "-391.00;-244.00", "size": "18;21", "children": []}]}]}, {"name": null, "role": "AXRow", "description": "22", "role_description": "row", "value": 0, "position": "-391.00;-244.00", "size": "0;24", "children": [{"name": null, "role": "AXStaticText", "description": "22", "role_description": "text", "value": 0, "position": "-391.00;-244.00", "size": "0;24", "children": [{"name": null, "role": "AXStaticText", "description": "22", "role_description": "text", "value": "22", "position": "-391.00;-244.00", "size": "18;21", "children": []}]}]}, {"name": null, "role": "AXRow", "description": "24", "role_description": "row", "value": 0, "position": "-391.00;-244.00", "size": "0;24", "children": [{"name": null, "role": "AXStaticText", "description": "24", "role_description": "text", "value": 0, "position": "-391.00;-244.00", "size": "0;24", "children": [{"name": null, "role": "AXStaticText", "description": "24", "role_description": "text", "value": "24", "position": "-391.00;-244.00", "size": "18;21", "children": []}]}]}, {"name": null, "role": "AXRow", "description": "26", "role_description": "row", "value": 0, "position": "-391.00;-244.00", "size": "0;24", "children": [{"name": null, "role": "AXStaticText", "description": "26", "role_description": "text", "value": 0, "position": "-391.00;-244.00", "size": "0;24", "children": [{"name": null, "role": "AXStaticText", "description": "26", "role_description": "text", "value": "26", "position": "-391.00;-244.00", "size": "18;21", "children": []}]}]}, {"name": null, "role": "AXRow", "description": "28", "role_description": "row", "value": 0, "position": "-391.00;-244.00", "size": "0;24", "children": [{"name": null, "role": "AXStaticText", "description": "28", "role_description": "text", "value": 0, "position": "-391.00;-244.00", "size": "0;24", "children": [{"name": null, "role": "AXStaticText", "description": "28", "role_description": "text", "value": "28", "position": "-391.00;-244.00", "size": "18;21", "children": []}]}]}, {"name": null, "role": "AXRow", "description": "36", "role_description": "row", "value": 0, "position": "-391.00;-244.00", "size": "0;24", "children": [{"name": null, "role": "AXStaticText", "description": "36", "role_description": "text", "value": 0, "position": "-391.00;-244.00", "size": "0;24", "children": [{"name": null, "role": "AXStaticText", "description": "36", "role_description": "text", "value": "36", "position": "-391.00;-244.00", "size": "18;21", "children": []}]}]}, {"name": null, "role": "AXRow", "description": "48", "role_description": "row", "value": 0, "position": "-391.00;-244.00", "size": "0;24", "children": [{"name": null, "role": "AXStaticText", "description": "48", "role_description": "text", "value": 0, "position": "-391.00;-244.00", "size": "0;24", "children": [{"name": null, "role": "AXStaticText", "description": "48", "role_description": "text", "value": "48", "position": "-391.00;-244.00", "size": "18;21", "children": []}]}]}, {"name": null, "role": "AXRow", "description": "72", "role_description": "row", "value": 0, "position": "-391.00;-244.00", "size": "0;24", "children": [{"name": null, "role": "AXStaticText", "description": "72", "role_description": "text", "value": 0, "position": "-391.00;-244.00", "size": "0;24", "children": [{"name": null, "role": "AXStaticText", "description": "72", "role_description": "text", "value": "72", "position": "-391.00;-244.00", "size": "18;21", "children": []}]}]}]}, {"name": null, "role": "AXScrollBar", "description": null, "role_description": "scroll bar", "value": 0, "position": "-391.00;-244.00", "size": "0;0", "children": []}]}]}, {"name": null, "role": "AXTextField", "description": null, "role_description": "text field", "value": "13", "position": "-391.00;-244.00", "size": "34;17", "children": []}]}, {"name": null, "role": "AXCheckBox", "description": "Support screen readers", "role_description": "checkbox", "value": 0, "position": "-391.00;-244.00", "size": "173;25", "children": []}, {"name": null, "role": "AXTextField", "description": "text/html", "role_description": "text field", "value": "\nRequires restart", "position": "-391.00;-244.00", "size": "470;15", "children": [{"name": null, "role": "AXTextField", "description": "text/html", "role_description": "text field", "value": null, "position": "-391.00;-244.00", "size": "0;0", "children": []}, {"name": null, "role": "AXTextField", "description": "text/html", "role_description": "text field", "value": null, "position": "-391.00;-244.00", "size": "91;15", "children": []}, {"name": null, "role": "AXTextField", "description": "text/html", "role_description": "text field", "value": null, "position": "-391.00;-244.00", "size": "0;15", "children": []}]}, {"name": null, "role": "AXTextField", "description": "text/html", "role_description": "text field", "value": "\n⌃⇥ and ⌃⇧⇥ will navigate UI controls in dialogs and will not be available for switching editor tabs or other IDE actions. Tooltips on mouse hover will be disabled.", "position": "-391.00;-244.00", "size": "560;30", "children": [{"name": null, "role": "AXTextField", "description": "text/html", "role_description": "text field", "value": null, "position": "-391.00;-244.00", "size": "0;0", "children": []}, {"name": null, "role": "AXTextField", "description": "text/html", "role_description": "text field", "value": null, "position": "-391.00;-244.00", "size": "536;30", "children": []}, {"name": null, "role": "AXTextField", "description": "text/html", "role_description": "text field", "value": null, "position": "-391.00;-244.00", "size": "0;15", "children": []}]}, {"name": null, "role": "AXCheckBox", "description": "Use contrast scrollbars", "role_description": "checkbox", "value": 0, "position": "-391.00;-244.00", "size": "170;25", "children": []}, {"name": null, "role": "AXCheckBox", "description": "Adjust colors for red-green vision deficiency", "role_description": "checkbox", "value": 0, "position": "-391.00;-244.00", "size": "301;25", "children": []}, {"name": null, "role": "AXLink", "description": "How it works", "role_description": "link", "value": null, "position": "-391.00;-244.00", "size": "82;17", "children": []}, {"name": null, "role": "AXTextField", "description": "text/html", "role_description": "text field", "value": "\nRequires restart. For protanopia and deuteranopia.", "position": "-391.00;-244.00", "size": "287;15", "children": [{"name": null, "role": "AXTextField", "description": "text/html", "role_description": "text field", "value": null, "position": "-391.00;-244.00", "size": "0;0", "children": []}, {"name": null, "role": "AXTextField", "description": "text/html", "role_description": "text field", "value": null, "position": "-391.00;-244.00", "size": "287;15", "children": []}, {"name": null, "role": "AXTextField", "description": "text/html", "role_description": "text field", "value": null, "position": "-391.00;-244.00", "size": "0;15", "children": []}]}, {"name": null, "role": "AXStaticText", "description": "UI Options", "role_description": "text", "value": "UI Options", "position": "-391.00;-244.00", "size": "65;17", "children": []}, {"name": null, "role": "AXCheckBox", "description": "Compact mode", "role_description": "checkbox", "value": 0, "position": "-391.00;-244.00", "size": "122;25", "children": []}, {"name": null, "role": "AXTextField", "description": "text/html", "role_description": "text field", "value": "\nUI elements take up less screen space", "position": "-391.00;-244.00", "size": "218;15", "children": [{"name": null, "role": "AXTextField", "description": "text/html", "role_description": "text field", "value": null, "position": "-391.00;-244.00", "size": "0;0", "children": []}, {"name": null, "role": "AXTextField", "description": "text/html", "role_description": "text field", "value": null, "position": "-391.00;-244.00", "size": "218;15", "children": []}, {"name": null, "role": "AXTextField", "description": "text/html", "role_description": "text field", "value": null, "position": "-391.00;-244.00", "size": "0;15", "children": []}]}, {"name": null, "role": "AXCheckBox", "description": "Always show full path in window header", "role_description": "checkbox", "value": 0, "position": "-391.00;-244.00", "size": "274;25", "children": []}, {"name": null, "role": "AXCheckBox", "description": "Use project colors in main toolbar", "role_description": "checkbox", "value": 1, "position": "-391.00;-244.00", "size": "235;25", "children": []}, {"name": null, "role": "AXTextField", "description": "text/html", "role_description": "text field", "value": "\nDistinguish projects with different toolbar colors at a glance.", "position": "-391.00;-244.00", "size": "240;30", "children": [{"name": null, "role": "AXTextField", "description": "text/html", "role_description": "text field", "value": null, "position": "-391.00;-244.00", "size": "0;0", "children": []}, {"name": null, "role": "AXTextField", "description": "text/html", "role_description": "text field", "value": null, "position": "-391.00;-244.00", "size": "238;30", "children": []}, {"name": null, "role": "AXTextField", "description": "text/html", "role_description": "text field", "value": null, "position": "-391.00;-244.00", "size": "0;15", "children": []}]}, {"name": null, "role": "AXCheckBox", "description": "Drag-and-drop with Alt pressed only", "role_description": "checkbox", "value": 0, "position": "-391.00;-244.00", "size": "254;25", "children": []}, {"name": null, "role": "AXCheckBox", "description": "Smooth scrolling", "role_description": "checkbox", "value": 1, "position": "-391.00;-244.00", "size": "131;25", "children": []}, {"name": null, "role": "AXImage", "description": null, "role_description": "image", "value": null, "position": "-391.00;-244.00", "size": "16;16", "children": []}, {"name": null, "role": "AXCheckBox", "description": "Enable mnemonics in controls", "role_description": "checkbox", "value": 1, "position": "-391.00;-244.00", "size": "211;25", "children": []}, {"name": null, "role": "AXCheckBox", "description": "Enable mnemonics in menu", "role_description": "checkbox", "value": 0, "position": "-391.00;-244.00", "size": "195;25", "children": []}, {"name": null, "role": "AXCheckBox", "description": "Display icons in menu items", "role_description": "checkbox", "value": 1, "position": "-391.00;-244.00", "size": "198;25", "children": []}, {"name": null, "role": "AXCheckBox", "description": "Keep popups open for toggle items", "role_description": "checkbox", "value": 1, "position": "-391.00;-244.00", "size": "244;25", "children": []}, {"name": null, "role": "AXButton", "description": "Background Image…", "role_description": "button", "value": null, "position": "-391.00;-244.00", "size": "160;34", "children": []}, {"name": null, "role": "AXStaticText", "description": "Tree Views", "role_description": "text", "value": "Tree Views", "position": "-391.00;-244.00", "size": "69;17", "children": []}, {"name": null, "role": "AXCheckBox", "description": "Show indent guides", "role_description": "checkbox", "value": 0, "position": "-391.00;-244.00", "size": "149;25", "children": []}, {"name": null, "role": "AXCheckBox", "description": "Use smaller indents", "role_description": "checkbox", "value": 0, "position": "-391.00;-244.00", "size": "149;25", "children": []}, {"name": null, "role": "AXCheckBox", "description": "Expand node with single click", "role_description": "checkbox", "value": 0, "position": "-391.00;-244.00", "size": "0;0", "children": []}, {"name": null, "role": "AXTextField", "description": "text/html", "role_description": "text field", "value": "\nSome trees may ignore this setting", "position": "-391.00;-244.00", "size": "0;0", "children": [{"name": null, "role": "AXTextField", "description": "text/html", "role_description": "text field", "value": null, "position": "-391.00;-244.00", "size": "0;0", "children": []}, {"name": null, "role": "AXTextField", "description": "text/html", "role_description": "text field", "value": null, "position": "-391.00;-244.00", "size": "0;0", "children": []}, {"name": null, "role": "AXTextField", "description": "text/html", "role_description": "text field", "value": null, "position": "-391.00;-244.00", "size": "0;0", "children": []}]}, {"name": null, "role": "AXStaticText", "description": "Tool Windows", "role_description": "text", "value": "Tool Windows", "position": "-391.00;-244.00", "size": "87;17", "children": []}, {"name": null, "role": "AXCheckBox", "description": "Show tool window bars", "role_description": "checkbox", "value": 1, "position": "-391.00;-244.00", "size": "171;25", "children": []}, {"name": null, "role": "AXCheckBox", "description": "Side-by-side layout on the left", "role_description": "checkbox", "value": 0, "position": "-391.00;-244.00", "size": "216;25", "children": []}, {"name": null, "role": "AXCheckBox", "description": "Show tool window names", "role_description": "checkbox", "value": 0, "position": "-391.00;-244.00", "size": "185;25", "children": []}, {"name": null, "role": "AXCheckBox", "description": "Side-by-side layout on the right", "role_description": "checkbox", "value": 0, "position": "-391.00;-244.00", "size": "224;25", "children": []}, {"name": null, "role": "AXCheckBox", "description": "Widescreen tool window layout", "role_description": "checkbox", "value": 0, "position": "-391.00;-244.00", "size": "220;25", "children": []}, {"name": null, "role": "AXImage", "description": null, "role_description": "image", "value": null, "position": "-391.00;-244.00", "size": "16;16", "children": []}, {"name": null, "role": "AXCheckBox", "description": "Remember size for each tool window", "role_description": "checkbox", "value": 0, "position": "-391.00;-244.00", "size": "255;25", "children": []}, {"name": null, "role": "AXStaticText", "description": "Presentation Mode", "role_description": "text", "value": "Presentation Mode", "position": "-391.00;-244.00", "size": "116;17", "children": []}, {"name": null, "role": "AXStaticText", "description": "Zoom:", "role_description": "text", "value": "Zoom:", "position": "-391.00;-244.00", "size": "39;17", "children": []}, {"name": null, "role": "AXComboBox", "description": "Zoom:", "role_description": "combo box", "value": "175%", "position": "-391.00;-244.00", "size": "92;34", "children": [{"name": null, "role": "AXPopUpButton", "description": null, "role_description": "pop up button", "value": null, "position": "-391.00;-244.00", "size": "0;0", "children": [{"name": null, "role": "AXMenuItem", "description": null, "role_description": "menu item", "value": null, "position": "-391.00;-244.00", "size": "0;0", "children": [{"name": null, "role": "AXList", "description": "list", "role_description": "list", "value": 0, "position": "-391.00;-244.00", "size": "0;0", "children": [{"name": null, "role": "AXRow", "description": "100%", "role_description": "row", "value": 0, "position": "-391.00;-244.00", "size": "0;24", "children": [{"name": null, "role": "AXStaticText", "description": "100%", "role_description": "text", "value": 0, "position": "-391.00;-244.00", "size": "0;24", "children": [{"name": null, "role": "AXStaticText", "description": "100%", "role_description": "text", "value": "100%", "position": "-391.00;-244.00", "size": "38;21", "children": []}]}]}, {"name": null, "role": "AXRow", "description": "110%", "role_description": "row", "value": 0, "position": "-391.00;-244.00", "size": "0;24", "children": [{"name": null, "role": "AXStaticText", "description": "110%", "role_description": "text", "value": 0, "position": "-391.00;-244.00", "size": "0;24", "children": [{"name": null, "role": "AXStaticText", "description": "110%", "role_description": "text", "value": "110%", "position": "-391.00;-244.00", "size": "38;21", "children": []}]}]}, {"name": null, "role": "AXRow", "description": "125%", "role_description": "row", "value": 0, "position": "-391.00;-244.00", "size": "0;24", "children": [{"name": null, "role": "AXStaticText", "description": "125%", "role_description": "text", "value": 0, "position": "-391.00;-244.00", "size": "0;24", "children": [{"name": null, "role": "AXStaticText", "description": "125%", "role_description": "text", "value": "125%", "position": "-391.00;-244.00", "size": "38;21", "children": []}]}]}, {"name": null, "role": "AXRow", "description": "150%", "role_description": "row", "value": 0, "position": "-391.00;-244.00", "size": "0;24", "children": [{"name": null, "role": "AXStaticText", "description": "150%", "role_description": "text", "value": 0, "position": "-391.00;-244.00", "size": "0;24", "children": [{"name": null, "role": "AXStaticText", "description": "150%", "role_description": "text", "value": "150%", "position": "-391.00;-244.00", "size": "38;21", "children": []}]}]}, {"name": null, "role": "AXRow", "description": "175%", "role_description": "row", "value": 0, "position": "-391.00;-244.00", "size": "0;24", "children": [{"name": null, "role": "AXStaticText", "description": "175%", "role_description": "text", "value": 0, "position": "-391.00;-244.00", "size": "0;24", "children": [{"name": null, "role": "AXStaticText", "description": "175%", "role_description": "text", "value": "175%", "position": "-391.00;-244.00", "size": "38;21", "children": []}]}]}, {"name": null, "role": "AXRow", "description": "200%", "role_description": "row", "value": 0, "position": "-391.00;-244.00", "size": "0;24", "children": [{"name": null, "role": "AXStaticText", "description": "200%", "role_description": "text", "value": 0, "position": "-391.00;-244.00", "size": "0;24", "children": [{"name": null, "role": "AXStaticText", "description": "200%", "role_description": "text", "value": "200%", "position": "-391.00;-244.00", "size": "38;21", "children": []}]}]}, {"name": null, "role": "AXRow", "description": "225%", "role_description": "row", "value": 0, "position": "-391.00;-244.00", "size": "0;24", "children": [{"name": null, "role": "AXStaticText", "description": "225%", "role_description": "text", "value": 0, "position": "-391.00;-244.00", "size": "0;24", "children": [{"name": null, "role": "AXStaticText", "description": "225%", "role_description": "text", "value": "225%", "position": "-391.00;-244.00", "size": "38;21", "children": []}]}]}, {"name": null, "role": "AXRow", "description": "250%", "role_description": "row", "value": 0, "position": "-391.00;-244.00", "size": "0;24", "children": [{"name": null, "role": "AXStaticText", "description": "250%", "role_description": "text", "value": 0, "position": "-391.00;-244.00", "size": "0;24", "children": [{"name": null, "role": "AXStaticText", "description": "250%", "role_description": "text", "value": "250%", "position": "-391.00;-244.00", "size": "38;21", "children": []}]}]}, {"name": null, "role": "AXRow", "description": "275%", "role_description": "row", "value": 0, "position": "-391.00;-244.00", "size": "0;24", "children": [{"name": null, "role": "AXStaticText", "description": "275%", "role_description": "text", "value": 0, "position": "-391.00;-244.00", "size": "0;24", "children": [{"name": null, "role": "AXStaticText", "description": "275%", "role_description": "text", "value": "275%", "position": "-391.00;-244.00", "size": "38;21", "children": []}]}]}, {"name": null, "role": "AXRow", "description": "300%", "role_description": "row", "value": 0, "position": "-391.00;-244.00", "size": "0;24", "children": [{"name": null, "role": "AXStaticText", "description": "300%", "role_description": "text", "value": 0, "position": "-391.00;-244.00", "size": "0;24", "children": [{"name": null, "role": "AXStaticText", "description": "300%", "role_description": "text", "value": "300%", "position": "-391.00;-244.00", "size": "38;21", "children": []}]}]}]}, {"name": null, "role": "AXScrollBar", "description": null, "role_description": "scroll bar", "value": 0, "position": "-391.00;-244.00", "size": "0;0", "children": []}]}]}, {"name": null, "role": "AXTextField", "description": "Zoom:", "role_description": "text field", "value": "175%", "position": "-391.00;-244.00", "size": "43;17", "children": []}]}, {"name": null, "role": "AXStaticText", "description": "Antialiasing", "role_description": "text", "value": "Antialiasing", "position": "-391.00;-244.00", "size": "70;17", "children": []}, {"name": null, "role": "AXStaticText", "description": "IDE:", "role_description": "text", "value": "IDE:", "position": "-391.00;-244.00", "size": "24;17", "children": []}, {"name": null, "role": "AXPopUpButton", "description": "IDE:", "role_description": "pop up button", "value": "Greyscale", "position": "-391.00;-244.00", "size": "156;34", "children": [{"name": null, "role": "AXPopUpButton", "description": null, "role_description": "pop up button", "value": null, "position": "-391.00;-244.00", "size": "0;0", "children": [{"name": null, "role": "AXMenuItem", "description": null, "role_description": "menu item", "value": null, "position": "-391.00;-244.00", "size": "0;0", "children": [{"name": null, "role": "AXList", "description": "list", "role_description": "list", "value": 0, "position": "-391.00;-244.00", "size": "0;0", "children": [{"name": null, "role": "AXRow", "description": "Greyscale", "role_description": "row", "value": 0, "position": "-391.00;-244.00", "size": "0;24", "children": [{"name": null, "role": "AXStaticText", "description": "Greyscale", "role_description": "text", "value": 0, "position": "-391.00;-244.00", "size": "0;24", "children": []}]}, {"name": null, "role": "AXRow", "description": "No antialiasing", "role_description": "row", "value": 0, "position": "-391.00;-244.00", "size": "0;24", "children": [{"name": null, "role": "AXStaticText", "description": "No antialiasing", "role_description": "text", "value": 0, "position": "-391.00;-244.00", "size": "0;24", "children": []}]}]}, {"name": null, "role": "AXScrollBar", "description": null, "role_description": "scroll bar", "value": 0, "position": "-391.00;-244.00", "size": "0;0", "children": []}]}]}]}, {"name": null, "role": "AXStaticText", "description": "Editor:", "role_description": "text", "value": "Editor:", "position": "-391.00;-244.00", "size": "40;17", "children": []}, {"name": null, "role": "AXPopUpButton", "description": "Editor:", "role_description": "pop up button", "value": "Greyscale", "position": "-391.00;-244.00", "size": "156;34", "children": [{"name": null, "role": "AXPopUpButton", "description": null, "role_description": "pop up button", "value": null, "position": "-391.00;-244.00", "size": "0;0", "children": [{"name": null, "role": "AXMenuItem", "description": null, "role_description": "menu item", "value": null, "position": "-391.00;-244.00", "size": "0;0", "children": [{"name": null, "role": "AXList", "description": "list", "role_description": "list", "value": 0, "position": "-391.00;-244.00", "size": "0;0", "children": [{"name": null, "role": "AXRow", "description": "Greyscale", "role_description": "row", "value": 0, "position": "-391.00;-244.00", "size": "0;24", "children": [{"name": null, "role": "AXStaticText", "description": "Greyscale", "role_description": "text", "value": 0, "position": "-391.00;-244.00", "size": "0;24", "children": []}]}, {"name": null, "role": "AXRow", "description": "No antialiasing", "role_description": "row", "value": 0, "position": "-391.00;-244.00", "size": "0;24", "children": [{"name": null, "role": "AXStaticText", "description": "No antialiasing", "role_description": "text", "value": 0, "position": "-391.00;-244.00", "size": "0;24", "children": []}]}]}, {"name": null, "role": "AXScrollBar", "description": null, "role_description": "scroll bar", "value": 0, "position": "-391.00;-244.00", "size": "0;0", "children": []}]}]}]}]}, {"name": null, "role": "AXGroup", "description": "Action Toolbar", "role_description": "group", "value": 0, "position": "-391.00;-244.00", "size": "78;34", "children": [{"name": null, "role": "AXButton", "description": "Add…", "role_description": "button", "value": null, "position": "-391.00;-244.00", "size": "78;34", "children": []}]}, {"name": null, "role": "AXGroup", "description": "Action Toolbar", "role_description": "group", "value": 0, "position": "-391.00;-244.00", "size": "151;34", "children": [{"name": null, "role": "AXButton", "description": "Edit Icon…", "role_description": "button", "value": null, "position": "-391.00;-244.00", "size": "26;24", "children": []}, {"name": null, "role": "AXButton", "description": "Move Up", "role_description": "button", "value": null, "position": "-391.00;-244.00", "size": "26;24", "children": []}, {"name": null, "role": "AXButton", "description": "Move Down", "role_description": "button", "value": null, "position": "-391.00;-244.00", "size": "26;24", "children": []}, {"name": null, "role": "AXButton", "description": "Remove", "role_description": "button", "value": null, "position": "-391.00;-244.00", "size": "26;24", "children": []}, {"name": null, "role": "AXButton", "description": "Restore Actions…", "role_description": "button", "value": null, "position": "-391.00;-244.00", "size": "26;24", "children": []}]}, {"name": null, "role": "AXTextField", "description": "Message text filter", "role_description": "text field", "value": "", "position": "-391.00;-244.00", "size": "300;34", "children": []}, {"name": null, "role": "AXScrollArea", "description": null, "role_description": "scroll area", "value": 0, "position": "-391.00;-244.00", "size": "679;534", "children": [{"name": null, "role": "AXScrollBar", "description": null, "role_description": "scroll bar", "value": 0, "position": "-391.00;-244.00", "size": "14;532", "children": []}, {"name": null, "role": "AXScrollBar", "description": null, "role_description": "scroll bar", "value": 0, "position": "-391.00;-244.00", "size": "0;0", "children": []}, {"name": null, "role": "AXOutline", "description": "tree", "role_description": "outline", "value": 0, "position": "-391.00;-244.00", "size": "677;536", "children": [{"name": null, "role": "AXRow", "description": "Main Menu", "role_description": "row", "value": 0, "position": "-391.00;-244.00", "size": "74;24", "children": [{"name": null, "role": "AXStaticText", "description": "Main Menu", "role_description": "text", "value": 0, "position": "-391.00;-244.00", "size": "74;24", "children": []}]}, {"name": null, "role": "AXRow", "description": "Main Toolbar", "role_description": "row", "value": 0, "position": "-391.00;-244.00", "size": "87;24", "children": [{"name": null, "role": "AXStaticText", "description": "Main Toolbar", "role_description": "text", "value": 0, "position": "-391.00;-244.00", "size": "87;24", "children": []}]}, {"name": null, "role": "AXRow", "description": "Editor Popup Menu", "role_description": "row", "value": 0, "position": "-391.00;-244.00", "size": "124;24", "children": [{"name": null, "role": "AXStaticText", "description": "Editor Popup Menu", "role_description": "text", "value": 0, "position": "-391.00;-244.00", "size": "124;24", "children": []}]}, {"name": null, "role": "AXRow", "description": "Editor Gutter Popup Menu", "role_description": "row", "value": 0, "position": "-391.00;-244.00", "size": "166;24", "children": [{"name": null, "role": "AXStaticText", "description": "Editor Gutter Popup Menu", "role_description": "text", "value": 0, "position": "-391.00;-244.00", "size": "166;24", "children": []}]}, {"name": null, "role": "AXRow", "description": "Editor Tab Popup Menu", "role_description": "row", "value": 0, "position": "-391.00;-244.00", "size": "151;24", "children": [{"name": null, "role": "AXStaticText", "description": "Editor Tab Popup Menu", "role_description": "text", "value": 0, "position": "-391.00;-244.00", "size": "151;24", "children": []}]}, {"name": null, "role": "AXRow", "description": "Project View Popup Menu", "role_description": "row", "value": 0, "position": "-391.00;-244.00", "size": "165;24", "children": [{"name": null, "role": "AXStaticText", "description": "Project View Popup Menu", "role_description": "text", "value": 0, "position": "-391.00;-244.00", "size": "165;24", "children": []}]}, {"name": null, "role": "AXRow", "description": "Scope View Popup Menu", "role_description": "row", "value": 0, "position": "-391.00;-244.00", "size": "160;24", "children": [{"name": null, "role": "AXStaticText", "description": "Scope View Popup Menu", "role_description": "text", "value": 0, "position": "-391.00;-244.00", "size": "160;24", "children": []}]}, {"name": null, "role": "AXRow", "description": "Navigation Bar Popup Menu", "role_description": "row", "value": 0, "position": "-391.00;-244.00", "size": "178;24", "children": [{"name": null, "role": "AXStaticText", "description": "Navigation Bar Popup Menu", "role_description": "text", "value": 0, "position": "-391.00;-244.00", "size": "178;24", "children": []}]}, {"name": null, "role": "AXRow", "description": "Navigation Bar Toolbar", "role_description": "row", "value": 0, "position": "-391.00;-244.00", "size": "147;24", "children": [{"name": null, "role": "AXStaticText", "description": "Navigation Bar Toolbar", "role_description": "text", "value": 0, "position": "-391.00;-244.00", "size": "147;24", "children": []}]}, {"name": null, "role": "AXRow", "description": "Debug Header More Popup", "role_description": "row", "value": 0, "position": "-391.00;-244.00", "size": "174;24", "children": [{"name": null, "role": "AXStaticText", "description": "Debug Header More Popup", "role_description": "text", "value": 0, "position": "-391.00;-244.00", "size": "174;24", "children": []}]}, {"name": null, "role": "AXRow", "description": "Debug Header Toolbar", "role_description": "row", "value": 0, "position": "-391.00;-244.00", "size": "146;24", "children": [{"name": null, "role": "AXStaticText", "description": "Debug Header Toolbar", "role_description": "text", "value": 0, "position": "-391.00;-244.00", "size": "146;24", "children": []}]}, {"name": null, "role": "AXRow", "description": "Debug Watches Toolbar", "role_description": "row", "value": 0, "position": "-391.00;-244.00", "size": "155;24", "children": [{"name": null, "role": "AXStaticText", "description": "Debug Watches Toolbar", "role_description": "text", "value": 0, "position": "-391.00;-244.00", "size": "155;24", "children": []}]}, {"name": null, "role": "AXRow", "description": "File History Toolbar", "role_description": "row", "value": 0, "position": "-391.00;-244.00", "size": "126;24", "children": [{"name": null, "role": "AXStaticText", "description": "File History Toolbar", "role_description": "text", "value": 0, "position": "-391.00;-244.00", "size": "126;24", "children": []}]}, {"name": null, "role": "AXRow", "description": "Floating Code Toolbar", "role_description": "row", "value": 0, "position": "-391.00;-244.00", "size": "143;24", "children": [{"name": null, "role": "AXStaticText", "description": "Floating Code Toolbar", "role_description": "text", "value": 0, "position": "-391.00;-244.00", "size": "143;24", "children": []}]}, {"name": null, "role": "AXRow", "description": "Markdown Editor Floating Toolbar", "role_description": "row", "value": 0, "position": "-391.00;-244.00", "size": "215;24", "children": [{"name": null, "role": "AXStaticText", "description": "Markdown Editor Floating Toolbar", "role_description": "text", "value": 0, "position": "-391.00;-244.00", "size": "215;24", "children": []}]}, {"name": null, "role": "AXRow", "description": "Run Tool Window Header More Popup", "role_description": "row", "value": 0, "position": "-391.00;-244.00", "size": "241;24", "children": [{"name": null, "role": "AXStaticText", "description": "Run Tool Window Header More Popup", "role_description": "text", "value": 0, "position": "-391.00;-244.00", "size": "241;24", "children": []}]}, {"name": null, "role": "AXRow", "description": "Run Tool Window Header Toolbar", "role_description": "row", "value": 0, "position": "-391.00;-244.00", "size": "213;24", "children": [{"name": null, "role": "AXStaticText", "description": "Run Tool Window Header Toolbar", "role_description": "text", "value": 0, "position": "-391.00;-244.00", "size": "213;24", "children": []}]}, {"name": null, "role": "AXRow", "description": "VCS Local Changes Toolbar", "role_description": "row", "value": 0, "position": "-391.00;-244.00", "size": "178;24", "children": [{"name": null, "role": "AXStaticText", "description": "VCS Local Changes Toolbar", "role_description": "text", "value": 0, "position": "-391.00;-244.00", "size": "178;24", "children": []}]}, {"name": null, "role": "AXRow", "description": "VCS Log Changes Browser Toolbar", "role_description": "row", "value": 0, "position": "-391.00;-244.00", "size": "223;24", "children": [{"name": null, "role": "AXStaticText", "description": "VCS Log Changes Browser Toolbar", "role_description": "text", "value": 0, "position": "-391.00;-244.00", "size": "223;24", "children": []}]}, {"name": null, "role": "AXRow", "description": "VCS Log Toolbar", "role_description": "row", "value": 0, "position": "-391.00;-244.00", "size": "111;24", "children": [{"name": null, "role": "AXStaticText", "description": "VCS Log Toolbar", "role_description": "text", "value": 0, "position": "-391.00;-244.00", "size": "111;24", "children": []}]}, {"name": null, "role": "AXRow", "description": "VCS Operations Popup", "role_description": "row", "value": 0, "position": "-391.00;-244.00", "size": "147;24", "children": [{"name": null, "role": "AXStaticText", "description": "VCS Operations Popup", "role_description": "text", "value": 0, "position": "-391.00;-244.00", "size": "147;24", "children": []}]}]}]}, {"name": null, "role": "AXScrollArea", "description": null, "role_description": "scroll area", "value": 0, "position": "-391.00;-244.00", "size": "711;600", "children": [{"name": null, "role": "AXScrollBar", "description": null, "role_description": "scroll bar", "value": 0, "position": "-391.00;-244.00", "size": "0;0", "children": []}, {"name": null, "role": "AXScrollBar", "description": null, "role_description": "scroll bar", "value": 0, "position": "-391.00;-244.00", "size": "0;0", "children": []}, {"name": null, "role": "AXCheckBox", "description": "Confirm before exiting the IDE", "role_description": "checkbox", "value": 1, "position": "-391.00;-244.00", "size": "213;25", "children": []}, {"name": null, "role": "AXStaticText", "description": "When closing a tool window with a running process:", "role_description": "text", "value": "When closing a tool window with a running process:", "position": "-391.00;-244.00", "size": "318;17", "children": []}, {"name": null, "role": "AXRadioButton", "description": "Terminate process", "role_description": "radio button", "value": 0, "position": "-391.00;-244.00", "size": "143;25", "children": []}, {"name": null, "role": "AXRadioButton", "description": "Disconnect", "role_description": "radio button", "value": 0, "position": "-391.00;-244.00", "size": "97;25", "children": []}, {"name": null, "role": "AXRadioButton", "description": "Ask", "role_description": "radio button", "value": 1, "position": "-391.00;-244.00", "size": "51;25", "children": []}, {"name": null, "role": "AXStaticText", "description": "Project", "role_description": "text", "value": "Project", "position": "-391.00;-244.00", "size": "43;17", "children": []}, {"name": null, "role": "AXCheckBox", "description": "Reopen projects on startup", "role_description": "checkbox", "value": 1, "position": "-391.00;-244.00", "size": "195;25", "children": []}, {"name": null, "role": "AXStaticText", "description": "Open project in", "role_description": "text", "value": "Open project in", "position": "-391.00;-244.00", "size": "94;17", "children": []}, {"name": null, "role": "AXRadioButton", "description": "New window", "role_description": "radio button", "value": 0, "position": "-391.00;-244.00", "size": "107;25", "children": []}, {"name": null, "role": "AXRadioButton", "description": "Current window", "role_description": "radio button", "value": 0, "position": "-391.00;-244.00", "size": "126;25", "children": []}, {"name": null, "role": "AXRadioButton", "description": "Ask", "role_description": "radio button", "value": 1, "position": "-391.00;-244.00", "size": "51;25", "children": []}, {"name": null, "role": "AXStaticText", "description": "Default project directory:", "role_description": "text", "value": "Default project directory:", "position": "-391.00;-244.00", "size": "154;17", "children": []}, {"name": null, "role": "AXTextField", "description": "Default project directory:", "role_description": "text field", "value": "", "position": "-391.00;-244.00", "size": "281;34", "children": []}, {"name": null, "role": "AXTextField", "description": "text/html", "role_description": "text field", "value": "\nThis directory is preselected in \"Open...\" and \"New | Project...\" dialogs.", "position": "-391.00;-244.00", "size": "400;15", "children": [{"name": null, "role": "AXTextField", "description": "text/html", "role_description": "text field", "value": null, "position": "-391.00;-244.00", "size": "0;0", "children": []}, {"name": null, "role": "AXTextField", "description": "text/html", "role_description": "text field", "value": null, "position": "-391.00;-244.00", "size": "400;15", "children": []}, {"name": null, "role": "AXTextField", "description": "text/html", "role_description": "text field", "value": null, "position": "-391.00;-244.00", "size": "0;15", "children": []}]}, {"name": null, "role": "AXStaticText", "description": "Autosave", "role_description": "text", "value": "Autosave", "position": "-391.00;-244.00", "size": "58;17", "children": []}, {"name": null, "role": "AXCheckBox", "description": "Save files if the IDE is idle for", "role_description": "checkbox", "value": 0, "position": "-391.00;-244.00", "size": "207;25", "children": []}, {"name": null, "role": "AXTextField", "description": null, "role_description": "text field", "value": "15", "position": "-391.00;-244.00", "size": "50;34", "children": []}, {"name": null, "role": "AXStaticText", "description": "seconds", "role_description": "text", "value": "seconds", "position": "-391.00;-244.00", "size": "52;17", "children": []}, {"name": null, "role": "AXCheckBox", "description": "Save files when switching to a different application or a built-in terminal", "role_description": "checkbox", "value": 1, "position": "-391.00;-244.00", "size": "468;25", "children": []}, {"name": null, "role": "AXCheckBox", "description": "Back up files before saving", "role_description": "checkbox", "value": 1, "position": "-391.00;-244.00", "size": "194;25", "children": []}, {"name": null, "role": "AXStaticText", "description": "Sync external changes:", "role_description": "text", "value": "Sync external changes:", "position": "-391.00;-244.00", "size": "143;17", "children": []}, {"name": null, "role": "AXCheckBox", "description": "When switching to the IDE window or opening an editor tab", "role_description": "checkbox", "value": 1, "position": "-391.00;-244.00", "size": "392;25", "children": []}, {"name": null, "role": "AXCheckBox", "description": "Periodically when the IDE is inactive (experimental)", "role_description": "checkbox", "value": 1, "position": "-391.00;-244.00", "size": "341;25", "children": []}, {"name": null, "role": "AXTextField", "description": "text/html", "role_description": "text field", "value": "\nAutosave cannot be disabled completely. How it works", "position": "-391.00;-244.00", "size": "655;15", "children": [{"name": null, "role": "AXTextField", "description": "text/html", "role_description": "text field", "value": null, "position": "-391.00;-244.00", "size": "0;0", "children": []}, {"name": null, "role": "AXTextField", "description": "text/html", "role_description": "text field", "value": null, "position": "-391.00;-244.00", "size": "237;15", "children": []}, {"name": null, "role": "AXTextField", "description": "text/html", "role_description": "text field", "value": null, "position": "-391.00;-244.00", "size": "74;15", "children": []}, {"name": null, "role": "AXTextField", "description": "text/html", "role_description": "text field", "value": null, "position": "-391.00;-244.00", "size": "0;15", "children": []}]}]}, {"name": null, "role": "AXCheckBox", "description": "Enable file colors", "role_description": "checkbox", "value": 1, "position": "-391.00;-244.00", "size": "133;25", "children": []}, {"name": null, "role": "AXCheckBox", "description": "Use in editor tabs", "role_description": "checkbox", "value": 1, "position": "-391.00;-244.00", "size": "137;25", "children": []}, {"name": null, "role": "AXCheckBox", "description": "Use in project view", "role_description": "checkbox", "value": 1, "position": "-391.00;-244.00", "size": "145;25", "children": []}, {"name": null, "role": "AXScrollArea", "description": null, "role_description": "scroll area", "value": 0, "position": "-391.00;-244.00", "size": "677;452", "children": [{"name": null, "role": "AXTable", "description": "table", "role_description": "table", "value": 0, "position": "-391.00;-244.00", "size": "677;427", "children": [{"name": null, "role": "AXRow", "description": "Non-Project Files, Yellow, 0", "role_description": "row", "value": 0, "position": "-391.00;-244.00", "size": "677;28", "children": [{"name": null, "role": "AXCell", "description": "Non-Project Files", "role_description": "cell", "value": 0, "position": "-391.00;-244.00", "size": "226;28", "children": [{"name": null, "role": "AXStaticText", "description": "Non-Project Files", "role_description": "text", "value": 0, "position": "-391.00;-244.00", "size": "226;28", "children": []}]}, {"name": null, "role": "AXCell", "description": "Yellow", "role_description": "cell", "value": 0, "position": "-391.00;-244.00", "size": "226;28", "children": [{"name": null, "role": "AXStaticText", "description": "Yellow", "role_description": "text", "value": 0, "position": "-391.00;-244.00", "size": "226;28", "children": []}]}, {"name": null, "role": "AXCell", "description": null, "role_description": "cell", "value": 0, "position": "-391.00;-244.00", "size": "225;28", "children": [{"name": null, "role": "AXCheckBox", "description": null, "role_description": "checkbox", "value": 0, "position": "-391.00;-244.00", "size": "225;28", "children": []}]}]}]}, {"name": null, "role": "AXScrollBar", "description": null, "role_description": "scroll bar", "value": 0, "position": "-391.00;-244.00", "size": "0;0", "children": []}, {"name": null, "role": "AXScrollBar", "description": null, "role_description": "scroll bar", "value": 0, "position": "-391.00;-244.00", "size": "0;0", "children": []}, {"name": null, "role": "AXStaticText", "description": "Scope", "role_description": "text", "value": "Scope", "position": "-391.00;-244.00", "size": "226;0", "children": []}, {"name": null, "role": "AXStaticText", "description": "Color", "role_description": "text", "value": "Color", "position": "-391.00;-244.00", "size": "226;0", "children": []}, {"name": null, "role": "AXStaticText", "description": "Share through VCS", "role_description": "text", "value": "Share through VCS", "position": "-391.00;-244.00", "size": "225;0", "children": []}]}, {"name": null, "role": "AXGroup", "description": "Action Toolbar", "role_description": "group", "value": 0, "position": "-391.00;-244.00", "size": "677;24", "children": [{"name": null, "role": "AXButton", "description": "Add", "role_description": "button", "value": null, "position": "-391.00;-244.00", "size": "26;24", "children": []}, {"name": null, "role": "AXButton", "description": "Remove", "role_description": "button", "value": null, "position": "-391.00;-244.00", "size": "26;24", "children": []}, {"name": null, "role": "AXButton", "description": "Up", "role_description": "button", "value": null, "position": "-391.00;-244.00", "size": "26;24", "children": []}, {"name": null, "role": "AXButton", "description": "Down", "role_description": "button", "value": null, "position": "-391.00;-244.00", "size": "26;24", "children": []}]}, {"name": null, "role": "AXTextField", "description": "text/html", "role_description": "text field", "value": "\nFiles can belong to several scopes. If there are two colors for one scope, the color of the first scope in the list is used.", "position": "-391.00;-244.00", "size": "560;30", "children": [{"name": null, "role": "AXTextField", "description": "text/html", "role_description": "text field", "value": null, "position": "-391.00;-244.00", "size": "0;0", "children": []}, {"name": null, "role": "AXTextField", "description": "text/html", "role_description": "text field", "value": null, "position": "-391.00;-244.00", "size": "531;30", "children": []}, {"name": null, "role": "AXTextField", "description": "text/html", "role_description": "text field", "value": null, "position": "-391.00;-244.00", "size": "0;15", "children": []}]}, {"name": null, "role": "AXLink", "description": "Manage scopes…", "role_description": "link", "value": null, "position": "-391.00;-244.00", "size": "110;17", "children": []}, {"name": null, "role": "AXScrollArea", "description": null, "role_description": "scroll area", "value": 0, "position": "-391.00;-244.00", "size": "142;575", "children": [{"name": null, "role": "AXOutline", "description": "tree", "role_description": "outline", "value": 0, "position": "-391.00;-244.00", "size": "142;575", "children": []}, {"name": null, "role": "AXScrollBar", "description": null, "role_description": "scroll bar", "value": 0, "position": "-391.00;-244.00", "size": "0;0", "children": []}, {"name": null, "role": "AXScrollBar", "description": null, "role_description": "scroll bar", "value": 0, "position": "-391.00;-244.00", "size": "0;0", "children": []}]}, {"name": null, "role": "AXGroup", "description": "Action Toolbar", "role_description": "group", "value": 0, "position": "-391.00;-244.00", "size": "142;24", "children": [{"name": null, "role": "AXButton", "description": "Add Scope", "role_description": "button", "value": null, "position": "-391.00;-244.00", "size": "26;24", "children": []}, {"name": null, "role": "AXButton", "description": "Delete", "role_description": "button", "value": null, "position": "-391.00;-244.00", "size": "26;24", "children": []}, {"name": null, "role": "AXButton", "description": "Copy Configuration", "role_description": "button", "value": null, "position": "-391.00;-244.00", "size": "26;24", "children": []}, {"name": null, "role": "AXButton", "description": "Save As", "role_description": "button", "value": null, "position": "-391.00;-244.00", "size": "26;24", "children": []}, {"name": null, "role": "AXButton", "description": "Move Up", "role_description": "button", "value": null, "position": "-391.00;-244.00", "size": "26;24", "children": []}, {"name": null, "role": "AXButton", "description": "Move Down", "role_description": "button", "value": null, "position": "-391.00;-244.00", "size": "26;24", "children": []}]}, {"name": null, "role": "AXStaticText", "description": "Select a scope to view or edit its details here", "role_description": "text", "value": "Select a scope to view or edit its details here", "position": "-391.00;-244.00", "size": "568;600", "children": []}, {"name": null, "role": "AXCheckBox", "description": "Display balloon notifications", "role_description": "checkbox", "value": 1, "position": "-391.00;-244.00", "size": "200;25", "children": []}, {"name": null, "role": "AXCheckBox", "description": "Enable system notifications", "role_description": "checkbox", "value": 1, "position": "-391.00;-244.00", "size": "197;25", "children": []}, {"name": null, "role": "AXStaticText", "description": "Announce with screen reader:", "role_description": "text", "value": "Announce with screen reader:", "position": "-391.00;-244.00", "size": "0;0", "children": []}, {"name": null, "role": "AXPopUpButton", "description": "Announce with screen reader:", "role_description": "pop up button", "value": "With medium priority", "position": "-391.00;-244.00", "size": "0;0", "children": [{"name": null, "role": "AXPopUpButton", "description": null, "role_description": "pop up button", "value": null, "position": "-391.00;-244.00", "size": "0;0", "children": [{"name": null, "role": "AXMenuItem", "description": null, "role_description": "menu item", "value": null, "position": "-391.00;-244.00", "size": "0;0", "children": [{"name": null, "role": "AXList", "description": "list", "role_description": "list", "value": 0, "position": "-391.00;-244.00", "size": "0;0", "children": [{"name": null, "role": "AXRow", "description": "Off", "role_description": "row", "value": 0, "position": "-391.00;-244.00", "size": "0;24", "children": [{"name": null, "role": "AXStaticText", "description": "Off", "role_description": "text", "value": 0, "position": "-391.00;-244.00", "size": "0;24", "children": [{"name": null, "role": "AXStaticText", "description": "Off", "role_description": "text", "value": "Off", "position": "-391.00;-244.00", "size": "0;0", "children": []}]}]}, {"name": null, "role": "AXRow", "description": "With medium priority", "role_description": "row", "value": 0, "position": "-391.00;-244.00", "size": "0;24", "children": [{"name": null, "role": "AXStaticText", "description": "With medium priority", "role_description": "text", "value": 0, "position": "-391.00;-244.00", "size": "0;24", "children": [{"name": null, "role": "AXStaticText", "description": "With medium priority", "role_description": "text", "value": "With medium priority", "position": "-391.00;-244.00", "size": "0;0", "children": []}]}]}, {"name": null, "role": "AXRow", "description": "With high priority", "role_description": "row", "value": 0, "position": "-391.00;-244.00", "size": "0;24", "children": [{"name": null, "role": "AXStaticText", "description": "With high priority", "role_description": "text", "value": 0, "position": "-391.00;-244.00", "size": "0;24", "children": [{"name": null, "role": "AXStaticText", "description": "With high priority", "role_description": "text", "value": "With high priority", "position": "-391.00;-244.00", "size": "0;0", "children": []}]}]}]}, {"name": null, "role": "AXScrollBar", "description": null, "role_description": "scroll bar", "value": 24, "position": "-391.00;-244.00", "size": "0;0", "children": []}]}]}]}, {"name": null, "role": "AXTextField", "description": "text/html", "role_description": "text field", "value": "\nNotifications will interrupt previous output if it has lower priority", "position": "-391.00;-244.00", "size": "0;0", "children": [{"name": null, "role": "AXTextField", "description": "text/html", "role_description": "text field", "value": null, "position": "-391.00;-244.00", "size": "0;0", "children": []}, {"name": null, "role": "AXTextField", "description": "text/html", "role_description": "text field", "value": null, "position": "-391.00;-244.00", "size": "0;0", "children": []}, {"name": null, "role": "AXTextField", "description": "text/html", "role_description": "text field", "value": null, "position": "-391.00;-244.00", "size": "0;0", "children": []}]}, {"name": null, "role": "AXScrollArea", "description": null, "role_description": "scroll area", "value": 0, "position": "-391.00;-244.00", "size": "364;214", "children": [{"name": null, "role": "AXScrollBar", "description": null, "role_description": "scroll bar", "value": 4, "position": "-391.00;-244.00", "size": "14;212", "children": []}, {"name": null, "role": "AXScrollBar", "description": null, "role_description": "scroll bar", "value": 0, "position": "-391.00;-244.00", "size": "0;0", "children": []}, {"name": null, "role": "AXList", "description": "list", "role_description": "list", "value": 0, "position": "-391.00;-244.00", "size": "362;2936", "children": [{"name": null, "role": "AXRow", "description": "Automatic indent detection disabled", "role_description": "row", "value": 0, "position": "-391.00;-244.00", "size": "362;24", "children": [{"name": null, "role": "AXStaticText", "description": "Automatic indent detection disabled", "role_description": "text", "value": 0, "position": "-391.00;-244.00", "size": "362;24", "children": [{"name": null, "role": "AXStaticText", "description": "Automatic indent detection disabled", "role_description": "text", "value": "Automatic indent detection disabled", "position": "-391.00;-244.00", "size": "171;21", "children": []}]}]}, {"name": null, "role": "AXRow", "description": "Batch quick fix", "role_description": "row", "value": 0, "position": "-391.00;-244.00", "size": "362;24", "children": [{"name": null, "role": "AXStaticText", "description": "Batch quick fix", "role_description": "text", "value": 0, "position": "-391.00;-244.00", "size": "362;24", "children": [{"name": null, "role": "AXStaticText", "description": "Batch quick fix", "role_description": "text", "value": "Batch quick fix", "position": "-391.00;-244.00", "size": "171;21", "children": []}]}]}, {"name": null, "role": "AXRow", "description": "Black", "role_description": "row", "value": 0, "position": "-391.00;-244.00", "size": "362;24", "children": [{"name": null, "role": "AXStaticText", "description": "Black", "role_description": "text", "value": 0, "position": "-391.00;-244.00", "size": "362;24", "children": [{"name": null, "role": "AXStaticText", "description": "Black", "role_description": "text", "value": "Black", "position": "-391.00;-244.00", "size": "171;21", "children": []}]}]}, {"name": null, "role": "AXRow", "description": "Branch context switched", "role_description": "row", "value": 0, "position": "-391.00;-244.00", "size": "362;24", "children": [{"name": null, "role": "AXStaticText", "description": "Branch context switched", "role_description": "text", "value": 0, "position": "-391.00;-244.00", "size": "362;24", "children": [{"name": null, "role": "AXStaticText", "description": "Branch context switched", "role_description": "text", "value": "Branch context switched", "position": "-391.00;-244.00", "size": "171;21", "children": []}]}]}, {"name": null, "role": "AXRow", "description": "Breakpoint hit", "role_description": "row", "value": 0, "position": "-391.00;-244.00", "size": "362;24", "children": [{"name": null, "role": "AXStaticText", "description": "Breakpoint hit", "role_description": "text", "value": 0, "position": "-391.00;-244.00", "size": "362;24", "children": [{"name": null, "role": "AXStaticText", "description": "Breakpoint hit", "role_description": "text", "value": "Breakpoint hit", "position": "-391.00;-244.00", "size": "171;21", "children": []}]}]}, {"name": null, "role": "AXRow", "description": "Browser configuration problems", "role_description": "row", "value": 0, "position": "-391.00;-244.00", "size": "362;24", "children": [{"name": null, "role": "AXStaticText", "description": "Browser configuration problems", "role_description": "text", "value": 0, "position": "-391.00;-244.00", "size": "362;24", "children": [{"name": null, "role": "AXStaticText", "description": "Browser configuration problems", "role_description": "text", "value": "Browser configuration problems", "position": "-391.00;-244.00", "size": "171;21", "children": []}]}]}, {"name": null, "role": "AXRow", "description": "Built-in HTTP server could not start", "role_description": "row", "value": 0, "position": "-391.00;-244.00", "size": "362;24", "children": [{"name": null, "role": "AXStaticText", "description": "Built-in HTTP server could not start", "role_description": "text", "value": 0, "position": "-391.00;-244.00", "size": "362;24", "children": [{"name": null, "role": "AXStaticText", "description": "Built-in HTTP server could not start", "role_description": "text", "value": "Built-in HTTP server could not start", "position": "-391.00;-244.00", "size": "171;21", "children": []}]}]}, {"name": null, "role": "AXRow", "description": "Cache recovery step performed", "role_description": "row", "value": 0, "position": "-391.00;-244.00", "size": "362;24", "children": [{"name": null, "role": "AXStaticText", "description": "Cache recovery step performed", "role_description": "text", "value": 0, "position": "-391.00;-244.00", "size": "362;24", "children": [{"name": null, "role": "AXStaticText", "description": "Cache recovery step performed", "role_description": "text", "value": "Cache recovery step performed", "position": "-391.00;-244.00", "size": "171;21", "children": []}]}]}, {"name": null, "role": "AXRow", "description": "Code inspection completed", "role_description": "row", "value": 0, "position": "-391.00;-244.00", "size": "362;24", "children": [{"name": null, "role": "AXStaticText", "description": "Code inspection completed", "role_description": "text", "value": 0, "position": "-391.00;-244.00", "size": "362;24", "children": [{"name": null, "role": "AXStaticText", "description": "Code inspection completed", "role_description": "text", "value": "Code inspection completed", "position": "-391.00;-244.00", "size": "171;21", "children": []}]}]}, {"name": null, "role": "AXRow", "description": "Code With Me common notifications", "role_description": "row", "value": 0, "position": "-391.00;-244.00", "size": "362;24", "children": [{"name": null, "role": "AXStaticText", "description": "Code With Me common notifications", "role_description": "text", "value": 0, "position": "-391.00;-244.00", "size": "362;24", "children": [{"name": null, "role": "AXStaticText", "description": "Code With Me common notifications", "role_description": "text", "value": "Code With Me common notifications", "position": "-391.00;-244.00", "size": "171;21", "children": []}]}]}, {"name": null, "role": "AXRow", "description": "Code With Me session notifications", "role_description": "row", "value": 0, "position": "-391.00;-244.00", "size": "362;24", "children": [{"name": null, "role": "AXStaticText", "description": "Code With Me session notifications", "role_description": "text", "value": 0, "position": "-391.00;-244.00", "size": "362;24", "children": [{"name": null, "role": "AXStaticText", "description": "Code With Me session notifications", "role_description": "text", "value": "Code With Me session notifications", "position": "-391.00;-244.00", "size": "171;21", "children": []}]}]}, {"name": null, "role": "AXRow", "description": "Code With Me zipped logs", "role_description": "row", "value": 0, "position": "-391.00;-244.00", "size": "362;24", "children": [{"name": null, "role": "AXStaticText", "description": "Code With Me zipped logs", "role_description": "text", "value": 0, "position": "-391.00;-244.00", "size": "362;24", "children": [{"name": null, "role": "AXStaticText", "description": "Code With Me zipped logs", "role_description": "text", "value": "Code With Me zipped logs", "position": "-391.00;-244.00", "size": "171;21", "children": []}]}]}, {"name": null, "role": "AXRow", "description": "Color Scheme deprecation", "role_description": "row", "value": 0, "position": "-391.00;-244.00", "size": "362;24", "children": [{"name": null, "role": "AXStaticText", "description": "Color Scheme deprecation", "role_description": "text", "value": 0, "position": "-391.00;-244.00", "size": "362;24", "children": [{"name": null, "role": "AXStaticText", "description": "Color Scheme deprecation", "role_description": "text", "value": "Color Scheme deprecation", "position": "-391.00;-244.00", "size": "171;21", "children": []}]}]}, {"name": null, "role": "AXRow", "description": "Conflict with system shortcuts detected", "role_description": "row", "value": 0, "position": "-391.00;-244.00", "size": "362;24", "children": [{"name": null, "role": "AXStaticText", "description": "Conflict with system shortcuts detected", "role_description": "text", "value": 0, "position": "-391.00;-244.00", "size": "362;24", "children": [{"name": null, "role": "AXStaticText", "description": "Conflict with system shortcuts detected", "role_description": "text", "value": "Conflict with system shortcuts detected", "position": "-391.00;-244.00", "size": "171;21", "children": []}]}]}, {"name": null, "role": "AXRow", "description": "Could not load project", "role_description": "row", "value": 0, "position": "-391.00;-244.00", "size": "362;24", "children": [{"name": null, "role": "AXStaticText", "description": "Could not load project", "role_description": "text", "value": 0, "position": "-391.00;-244.00", "size": "362;24", "children": [{"name": null, "role": "AXStaticText", "description": "Could not load project", "role_description": "text", "value": "Could not load project", "position": "-391.00;-244.00", "size": "171;21", "children": []}]}]}, {"name": null, "role": "AXRow", "description": "Could not load settings", "role_description": "row", "value": 0, "position": "-391.00;-244.00", "size": "362;24", "children": [{"name": null, "role": "AXStaticText", "description": "Could not load settings", "role_description": "text", "value": 0, "position": "-391.00;-244.00", "size": "362;24", "children": [{"name": null, "role": "AXStaticText", "description": "Could not load settings", "role_description": "text", "value": "Could not load settings", "position": "-391.00;-244.00", "size": "171;21", "children": []}]}]}, {"name": null, "role": "AXRow", "description": "Could not save project", "role_description": "row", "value": 0, "position": "-391.00;-244.00", "size": "362;24", "children": [{"name": null, "role": "AXStaticText", "description": "Could not save project", "role_description": "text", "value": 0, "position": "-391.00;-244.00", "size": "362;24", "children": [{"name": null, "role": "AXStaticText", "description": "Could not save project", "role_description": "text", "value": "Could not save project", "position": "-391.00;-244.00", "size": "171;21", "children": []}]}]}, {"name": null, "role": "AXRow", "description": "Could not save settings", "role_description": "row", "value": 0, "position": "-391.00;-244.00", "size": "362;24", "children": [{"name": null, "role": "AXStaticText", "description": "Could not save settings", "role_description": "text", "value": 0, "position": "-391.00;-244.00", "size": "362;24", "children": [{"name": null, "role": "AXStaticText", "description": "Could not save settings", "role_description": "text", "value": "Could not save settings", "position": "-391.00;-244.00", "size": "171;21", "children": []}]}]}, {"name": null, "role": "AXRow", "description": "Debugger messages", "role_description": "row", "value": 0, "position": "-391.00;-244.00", "size": "362;24", "children": [{"name": null, "role": "AXStaticText", "description": "Debugger messages", "role_description": "text", "value": 0, "position": "-391.00;-244.00", "size": "362;24", "children": [{"name": null, "role": "AXStaticText", "description": "Debugger messages", "role_description": "text", "value": "Debugger messages", "position": "-391.00;-244.00", "size": "171;21", "children": []}]}]}, {"name": null, "role": "AXRow", "description": "Duplicate content roots detected", "role_description": "row", "value": 0, "position": "-391.00;-244.00", "size": "362;24", "children": [{"name": null, "role": "AXStaticText", "description": "Duplicate content roots detected", "role_description": "text", "value": 0, "position": "-391.00;-244.00", "size": "362;24", "children": [{"name": null, "role": "AXStaticText", "description": "Duplicate content roots detected", "role_description": "text", "value": "Duplicate content roots detected", "position": "-391.00;-244.00", "size": "171;21", "children": []}]}]}, {"name": null, "role": "AXRow", "description": "EditorConfig disabled", "role_description": "row", "value": 0, "position": "-391.00;-244.00", "size": "362;24", "children": [{"name": null, "role": "AXStaticText", "description": "EditorConfig disabled", "role_description": "text", "value": 0, "position": "-391.00;-244.00", "size": "362;24", "children": [{"name": null, "role": "AXStaticText", "description": "EditorConfig disabled", "role_description": "text", "value": "EditorConfig disabled", "position": "-391.00;-244.00", "size": "171;21", "children": []}]}]}, {"name": null, "role": "AXRow", "description": "EditorConfig operation failed", "role_description": "row", "value": 0, "position": "-391.00;-244.00", "size": "362;24", "children": [{"name": null, "role": "AXStaticText", "description": "EditorConfig operation failed", "role_description": "text", "value": 0, "position": "-391.00;-244.00", "size": "362;24", "children": [{"name": null, "role": "AXStaticText", "description": "EditorConfig operation failed", "role_description": "text", "value": "EditorConfig operation failed", "position": "-391.00;-244.00", "size": "171;21", "children": []}]}]}, {"name": null, "role": "AXRow", "description": "Embedding search notifications", "role_description": "row", "value": 0, "position": "-391.00;-244.00", "size": "362;24", "children": [{"name": null, "role": "AXStaticText", "description": "Embedding search notifications", "role_description": "text", "value": 0, "position": "-391.00;-244.00", "size": "362;24", "children": [{"name": null, "role": "AXStaticText", "description": "Embedding search notifications", "role_description": "text", "value": "Embedding search notifications", "position": "-391.00;-244.00", "size": "171;21", "children": []}]}]}, {"name": null, "role": "AXRow", "description": "Essential highlighting mode enabled", "role_description": "row", "value": 0, "position": "-391.00;-244.00", "size": "362;24", "children": [{"name": null, "role": "AXStaticText", "description": "Essential highlighting mode enabled", "role_description": "text", "value": 0, "position": "-391.00;-244.00", "size": "362;24", "children": [{"name": null, "role": "AXStaticText", "description": "Essential highlighting mode enabled", "role_description": "text", "value": "Essential highlighting mode enabled", "position": "-391.00;-244.00", "size": "171;21", "children": []}]}]}, {"name": null, "role": "AXRow", "description": "External process execution failed", "role_description": "row", "value": 0, "position": "-391.00;-244.00", "size": "362;24", "children": [{"name": null, "role": "AXStaticText", "description": "External process execution failed", "role_description": "text", "value": 0, "position": "-391.00;-244.00", "size": "362;24", "children": [{"name": null, "role": "AXStaticText", "description": "External process execution failed", "role_description": "text", "value": "External process execution failed", "position": "-391.00;-244.00", "size": "171;21", "children": []}]}]}, {"name": null, "role": "AXRow", "description": "External system build scripts found", "role_description": "row", "value": 0, "position": "-391.00;-244.00", "size": "362;24", "children": [{"name": null, "role": "AXStaticText", "description": "External system build scripts found", "role_description": "text", "value": 0, "position": "-391.00;-244.00", "size": "362;24", "children": [{"name": null, "role": "AXStaticText", "description": "External system build scripts found", "role_description": "text", "value": "External system build scripts found", "position": "-391.00;-244.00", "size": "171;21", "children": []}]}]}, {"name": null, "role": "AXRow", "description": "Failed to attach debugger to process", "role_description": "row", "value": 0, "position": "-391.00;-244.00", "size": "362;24", "children": [{"name": null, "role": "AXStaticText", "description": "Failed to attach debugger to process", "role_description": "text", "value": 0, "position": "-391.00;-244.00", "size": "362;24", "children": [{"name": null, "role": "AXStaticText", "description": "Failed to attach debugger to process", "role_description": "text", "value": "Failed to attach debugger to process", "position": "-391.00;-244.00", "size": "171;21", "children": []}]}]}, {"name": null, "role": "AXRow", "description": "Failed to generate module descriptors", "role_description": "row", "value": 0, "position": "-391.00;-244.00", "size": "362;24", "children": [{"name": null, "role": "AXStaticText", "description": "Failed to generate module descriptors", "role_description": "text", "value": 0, "position": "-391.00;-244.00", "size": "362;24", "children": [{"name": null, "role": "AXStaticText", "description": "Failed to generate module descriptors", "role_description": "text", "value": "Failed to generate module descriptors", "position": "-391.00;-244.00", "size": "171;21", "children": []}]}]}, {"name": null, "role": "AXRow", "description": "Failed to remove BOM", "role_description": "row", "value": 0, "position": "-391.00;-244.00", "size": "362;24", "children": [{"name": null, "role": "AXStaticText", "description": "Failed to remove BOM", "role_description": "text", "value": 0, "position": "-391.00;-244.00", "size": "362;24", "children": [{"name": null, "role": "AXStaticText", "description": "Failed to remove BOM", "role_description": "text", "value": "Failed to remove BOM", "position": "-391.00;-244.00", "size": "171;21", "children": []}]}]}, {"name": null, "role": "AXRow", "description": "Feature usage statistics", "role_description": "row", "value": 0, "position": "-391.00;-244.00", "size": "362;24", "children": [{"name": null, "role": "AXStaticText", "description": "Feature usage statistics", "role_description": "text", "value": 0, "position": "-391.00;-244.00", "size": "362;24", "children": [{"name": null, "role": "AXStaticText", "description": "Feature usage statistics", "role_description": "text", "value": "Feature usage statistics", "position": "-391.00;-244.00", "size": "171;21", "children": []}]}]}, {"name": null, "role": "AXRow", "description": "Feedback in IDE", "role_description": "row", "value": 0, "position": "-391.00;-244.00", "size": "362;24", "children": [{"name": null, "role": "AXStaticText", "description": "Feedback in IDE", "role_description": "text", "value": 0, "position": "-391.00;-244.00", "size": "362;24", "children": [{"name": null, "role": "AXStaticText", "description": "Feedback in IDE", "role_description": "text", "value": "Feedback in IDE", "position": "-391.00;-244.00", "size": "171;21", "children": []}]}]}, {"name": null, "role": "AXRow", "description": "File system synchronization issues detected", "role_description": "row", "value": 0, "position": "-391.00;-244.00", "size": "362;24", "children": [{"name": null, "role": "AXStaticText", "description": "File system synchronization issues detected", "role_description": "text", "value": 0, "position": "-391.00;-244.00", "size": "362;24", "children": [{"name": null, "role": "AXStaticText", "description": "File system synchronization issues detected", "role_description": "text", "value": "File system synchronization issues detected", "position": "-391.00;-244.00", "size": "171;21", "children": []}]}]}, {"name": null, "role": "AXRow", "description": "File type conflict detected", "role_description": "row", "value": 0, "position": "-391.00;-244.00", "size": "362;24", "children": [{"name": null, "role": "AXStaticText", "description": "File type conflict detected", "role_description": "text", "value": 0, "position": "-391.00;-244.00", "size": "362;24", "children": [{"name": null, "role": "AXStaticText", "description": "File type conflict detected", "role_description": "text", "value": "File type conflict detected", "position": "-391.00;-244.00", "size": "171;21", "children": []}]}]}, {"name": null, "role": "AXRow", "description": "File type pattern reassigned", "role_description": "row", "value": 0, "position": "-391.00;-244.00", "size": "362;24", "children": [{"name": null, "role": "AXStaticText", "description": "File type pattern reassigned", "role_description": "text", "value": 0, "position": "-391.00;-244.00", "size": "362;24", "children": [{"name": null, "role": "AXStaticText", "description": "File type pattern reassigned", "role_description": "text", "value": "File type pattern reassigned", "position": "-391.00;-244.00", "size": "171;21", "children": []}]}]}, {"name": null, "role": "AXRow", "description": "Find in Files operation failed", "role_description": "row", "value": 0, "position": "-391.00;-244.00", "size": "362;24", "children": [{"name": null, "role": "AXStaticText", "description": "Find in Files operation failed", "role_description": "text", "value": 0, "position": "-391.00;-244.00", "size": "362;24", "children": [{"name": null, "role": "AXStaticText", "description": "Find in Files operation failed", "role_description": "text", "value": "Find in Files operation failed", "position": "-391.00;-244.00", "size": "171;21", "children": []}]}]}, {"name": null, "role": "AXRow", "description": "Frameworks detected", "role_description": "row", "value": 0, "position": "-391.00;-244.00", "size": "362;24", "children": [{"name": null, "role": "AXStaticText", "description": "Frameworks detected", "role_description": "text", "value": 0, "position": "-391.00;-244.00", "size": "362;24", "children": [{"name": null, "role": "AXStaticText", "description": "Frameworks detected", "role_description": "text", "value": "Frameworks detected", "position": "-391.00;-244.00", "size": "171;21", "children": []}]}]}, {"name": null, "role": "AXRow", "description": "Gradle wrapper update failed", "role_description": "row", "value": 0, "position": "-391.00;-244.00", "size": "362;24", "children": [{"name": null, "role": "AXStaticText", "description": "Gradle wrapper update failed", "role_description": "text", "value": 0, "position": "-391.00;-244.00", "size": "362;24", "children": [{"name": null, "role": "AXStaticText", "description": "Gradle wrapper update failed", "role_description": "text", "value": "Gradle wrapper update failed", "position": "-391.00;-244.00", "size": "171;21", "children": []}]}]}, {"name": null, "role": "AXRow", "description": "Grazie notifications", "role_description": "row", "value": 0, "position": "-391.00;-244.00", "size": "362;24", "children": [{"name": null, "role": "AXStaticText", "description": "Grazie notifications", "role_description": "text", "value": 0, "position": "-391.00;-244.00", "size": "362;24", "children": [{"name": null, "role": "AXStaticText", "description": "Grazie notifications", "role_description": "text", "value": "Grazie notifications", "position": "-391.00;-244.00", "size": "171;21", "children": []}]}]}, {"name": null, "role": "AXRow", "description": "Heap dump analysis performed", "role_description": "row", "value": 0, "position": "-391.00;-244.00", "size": "362;24", "children": [{"name": null, "role": "AXStaticText", "description": "Heap dump analysis performed", "role_description": "text", "value": 0, "position": "-391.00;-244.00", "size": "362;24", "children": [{"name": null, "role": "AXStaticText", "description": "Heap dump analysis performed", "role_description": "text", "value": "Heap dump analysis performed", "position": "-391.00;-244.00", "size": "171;21", "children": []}]}]}, {"name": null, "role": "AXRow", "description": "IDE and plugin updates available", "role_description": "row", "value": 0, "position": "-391.00;-244.00", "size": "362;24", "children": [{"name": null, "role": "AXStaticText", "description": "IDE and plugin updates available", "role_description": "text", "value": 0, "position": "-391.00;-244.00", "size": "362;24", "children": [{"name": null, "role": "AXStaticText", "description": "IDE and plugin updates available", "role_description": "text", "value": "IDE and plugin updates available", "position": "-391.00;-244.00", "size": "171;21", "children": []}]}]}, {"name": null, "role": "AXRow", "description": "IDE caches corruption detected", "role_description": "row", "value": 0, "position": "-391.00;-244.00", "size": "362;24", "children": [{"name": null, "role": "AXStaticText", "description": "IDE caches corruption detected", "role_description": "text", "value": 0, "position": "-391.00;-244.00", "size": "362;24", "children": [{"name": null, "role": "AXStaticText", "description": "IDE caches corruption detected", "role_description": "text", "value": "IDE caches corruption detected", "position": "-391.00;-244.00", "size": "171;21", "children": []}]}]}, {"name": null, "role": "AXRow", "description": "IDE errors", "role_description": "row", "value": 0, "position": "-391.00;-244.00", "size": "362;24", "children": [{"name": null, "role": "AXStaticText", "description": "IDE errors", "role_description": "text", "value": 0, "position": "-391.00;-244.00", "size": "362;24", "children": [{"name": null, "role": "AXStaticText", "description": "IDE errors", "role_description": "text", "value": "IDE errors", "position": "-391.00;-244.00", "size": "171;21", "children": []}]}]}, {"name": null, "role": "AXRow", "description": "IDE Feature Suggester", "role_description": "row", "value": 0, "position": "-391.00;-244.00", "size": "362;24", "children": [{"name": null, "role": "AXStaticText", "description": "IDE Feature Suggester", "role_description": "text", "value": 0, "position": "-391.00;-244.00", "size": "362;24", "children": [{"name": null, "role": "AXStaticText", "description": "IDE Feature Suggester", "role_description": "text", "value": "IDE Feature Suggester", "position": "-391.00;-244.00", "size": "171;21", "children": []}]}]}, {"name": null, "role": "AXRow", "description": "IDE Features Trainer", "role_description": "row", "value": 0, "position": "-391.00;-244.00", "size": "362;24", "children": [{"name": null, "role": "AXStaticText", "description": "IDE Features Trainer", "role_description": "text", "value": 0, "position": "-391.00;-244.00", "size": "362;24", "children": [{"name": null, "role": "AXStaticText", "description": "IDE Features Trainer", "role_description": "text", "value": "IDE Features Trainer", "position": "-391.00;-244.00", "size": "171;21", "children": []}]}]}, {"name": null, "role": "AXRow", "description": "IDE self-profiling", "role_description": "row", "value": 0, "position": "-391.00;-244.00", "size": "362;24", "children": [{"name": null, "role": "AXStaticText", "description": "IDE self-profiling", "role_description": "text", "value": 0, "position": "-391.00;-244.00", "size": "362;24", "children": [{"name": null, "role": "AXStaticText", "description": "IDE self-profiling", "role_description": "text", "value": "IDE self-profiling", "position": "-391.00;-244.00", "size": "171;21", "children": []}]}]}, {"name": null, "role": "AXRow", "description": "IDE updates installed", "role_description": "row", "value": 0, "position": "-391.00;-244.00", "size": "362;24", "children": [{"name": null, "role": "AXStaticText", "description": "IDE updates installed", "role_description": "text", "value": 0, "position": "-391.00;-244.00", "size": "362;24", "children": [{"name": null, "role": "AXStaticText", "description": "IDE updates installed", "role_description": "text", "value": "IDE updates installed", "position": "-391.00;-244.00", "size": "171;21", "children": []}]}]}, {"name": null, "role": "AXRow", "description": "Incorrect Formatting Inspection", "role_description": "row", "value": 0, "position": "-391.00;-244.00", "size": "362;24", "children": [{"name": null, "role": "AXStaticText", "description": "Incorrect Formatting Inspection", "role_description": "text", "value": 0, "position": "-391.00;-244.00", "size": "362;24", "children": [{"name": null, "role": "AXStaticText", "description": "Incorrect Formatting Inspection", "role_description": "text", "value": "Incorrect Formatting Inspection", "position": "-391.00;-244.00", "size": "171;21", "children": []}]}]}, {"name": null, "role": "AXRow", "description": "Installation is complete", "role_description": "row", "value": 0, "position": "-391.00;-244.00", "size": "362;24", "children": [{"name": null, "role": "AXStaticText", "description": "Installation is complete", "role_description": "text", "value": 0, "position": "-391.00;-244.00", "size": "362;24", "children": [{"name": null, "role": "AXStaticText", "description": "Installation is complete", "role_description": "text", "value": "Installation is complete", "position": "-391.00;-244.00", "size": "171;21", "children": []}]}]}, {"name": null, "role": "AXRow", "description": "Internal error report submitted", "role_description": "row", "value": 0, "position": "-391.00;-244.00", "size": "362;24", "children": [{"name": null, "role": "AXStaticText", "description": "Internal error report submitted", "role_description": "text", "value": 0, "position": "-391.00;-244.00", "size": "362;24", "children": [{"name": null, "role": "AXStaticText", "description": "Internal error report submitted", "role_description": "text", "value": "Internal error report submitted", "position": "-391.00;-244.00", "size": "171;21", "children": []}]}]}, {"name": null, "role": "AXRow", "description": "JDK update failed", "role_description": "row", "value": 0, "position": "-391.00;-244.00", "size": "362;24", "children": [{"name": null, "role": "AXStaticText", "description": "JDK update failed", "role_description": "text", "value": 0, "position": "-391.00;-244.00", "size": "362;24", "children": [{"name": null, "role": "AXStaticText", "description": "JDK update failed", "role_description": "text", "value": "JDK update failed", "position": "-391.00;-244.00", "size": "171;21", "children": []}]}]}, {"name": null, "role": "AXRow", "description": "JSON schema loading failed", "role_description": "row", "value": 0, "position": "-391.00;-244.00", "size": "362;24", "children": [{"name": null, "role": "AXStaticText", "description": "JSON schema loading failed", "role_description": "text", "value": 0, "position": "-391.00;-244.00", "size": "362;24", "children": [{"name": null, "role": "AXStaticText", "description": "JSON schema loading failed", "role_description": "text", "value": "JSON schema loading failed", "position": "-391.00;-244.00", "size": "171;21", "children": []}]}]}, {"name": null, "role": "AXRow", "description": "JVM performance issues detected", "role_description": "row", "value": 0, "position": "-391.00;-244.00", "size": "362;24", "children": [{"name": null, "role": "AXStaticText", "description": "JVM performance issues detected", "role_description": "text", "value": 0, "position": "-391.00;-244.00", "size": "362;24", "children": [{"name": null, "role": "AXStaticText", "description": "JVM performance issues detected", "role_description": "text", "value": "JVM performance issues detected", "position": "-391.00;-244.00", "size": "171;21", "children": []}]}]}, {"name": null, "role": "AXRow", "description": "Keymap installed", "role_description": "row", "value": 0, "position": "-391.00;-244.00", "size": "362;24", "children": [{"name": null, "role": "AXStaticText", "description": "Keymap installed", "role_description": "text", "value": 0, "position": "-391.00;-244.00", "size": "362;24", "children": [{"name": null, "role": "AXStaticText", "description": "Keymap installed", "role_description": "text", "value": "Keymap installed", "position": "-391.00;-244.00", "size": "171;21", "children": []}]}]}, {"name": null, "role": "AXRow", "description": "Keymap missing", "role_description": "row", "value": 0, "position": "-391.00;-244.00", "size": "362;24", "children": [{"name": null, "role": "AXStaticText", "description": "Keymap missing", "role_description": "text", "value": 0, "position": "-391.00;-244.00", "size": "362;24", "children": [{"name": null, "role": "AXStaticText", "description": "Keymap missing", "role_description": "text", "value": "Keymap missing", "position": "-391.00;-244.00", "size": "171;21", "children": []}]}]}, {"name": null, "role": "AXRow", "description": "Language service stopped or restarted", "role_description": "row", "value": 0, "position": "-391.00;-244.00", "size": "362;24", "children": [{"name": null, "role": "AXStaticText", "description": "Language service stopped or restarted", "role_description": "text", "value": 0, "position": "-391.00;-244.00", "size": "362;24", "children": [{"name": null, "role": "AXStaticText", "description": "Language service stopped or restarted", "role_description": "text", "value": "Language service stopped or restarted", "position": "-391.00;-244.00", "size": "171;21", "children": []}]}]}, {"name": null, "role": "AXRow", "description": "Leftover IDE directories found", "role_description": "row", "value": 0, "position": "-391.00;-244.00", "size": "362;24", "children": [{"name": null, "role": "AXStaticText", "description": "Leftover IDE directories found", "role_description": "text", "value": 0, "position": "-391.00;-244.00", "size": "362;24", "children": [{"name": null, "role": "AXStaticText", "description": "Leftover IDE directories found", "role_description": "text", "value": "Leftover IDE directories found", "position": "-391.00;-244.00", "size": "171;21", "children": []}]}]}, {"name": null, "role": "AXRow", "description": "Local history messages", "role_description": "row", "value": 0, "position": "-391.00;-244.00", "size": "362;24", "children": [{"name": null, "role": "AXStaticText", "description": "Local history messages", "role_description": "text", "value": 0, "position": "-391.00;-244.00", "size": "362;24", "children": [{"name": null, "role": "AXStaticText", "description": "Local history messages", "role_description": "text", "value": "Local history messages", "position": "-391.00;-244.00", "size": "171;21", "children": []}]}]}, {"name": null, "role": "AXRow", "description": "Low memory detected", "role_description": "row", "value": 0, "position": "-391.00;-244.00", "size": "362;24", "children": [{"name": null, "role": "AXStaticText", "description": "Low memory detected", "role_description": "text", "value": 0, "position": "-391.00;-244.00", "size": "362;24", "children": [{"name": null, "role": "AXStaticText", "description": "Low memory detected", "role_description": "text", "value": "Low memory detected", "position": "-391.00;-244.00", "size": "171;21", "children": []}]}]}, {"name": null, "role": "AXRow", "description": "Markdown", "role_description": "row", "value": 0, "position": "-391.00;-244.00", "size": "362;24", "children": [{"name": null, "role": "AXStaticText", "description": "Markdown", "role_description": "text", "value": 0, "position": "-391.00;-244.00", "size": "362;24", "children": [{"name": null, "role": "AXStaticText", "description": "Markdown", "role_description": "text", "value": "Markdown", "position": "-391.00;-244.00", "size": "171;21", "children": []}]}]}, {"name": null, "role": "AXRow", "description": "Maximum number of editor carets reached", "role_description": "row", "value": 0, "position": "-391.00;-244.00", "size": "362;24", "children": [{"name": null, "role": "AXStaticText", "description": "Maximum number of editor carets reached", "role_description": "text", "value": 0, "position": "-391.00;-244.00", "size": "362;24", "children": [{"name": null, "role": "AXStaticText", "description": "Maximum number of editor carets reached", "role_description": "text", "value": "Maximum number of editor carets reached", "position": "-391.00;-244.00", "size": "171;21", "children": []}]}]}, {"name": null, "role": "AXRow", "description": "Microsoft Defender configuration", "role_description": "row", "value": 0, "position": "-391.00;-244.00", "size": "362;24", "children": [{"name": null, "role": "AXStaticText", "description": "Microsoft Defender configuration", "role_description": "text", "value": 0, "position": "-391.00;-244.00", "size": "362;24", "children": [{"name": null, "role": "AXStaticText", "description": "Microsoft Defender configuration", "role_description": "text", "value": "Microsoft Defender configuration", "position": "-391.00;-244.00", "size": "171;21", "children": []}]}]}, {"name": null, "role": "AXRow", "description": "Module dependencies analysis completed", "role_description": "row", "value": 0, "position": "-391.00;-244.00", "size": "362;24", "children": [{"name": null, "role": "AXStaticText", "description": "Module dependencies analysis completed", "role_description": "text", "value": 0, "position": "-391.00;-244.00", "size": "362;24", "children": [{"name": null, "role": "AXStaticText", "description": "Module dependencies analysis completed", "role_description": "text", "value": "Module dependencies analysis completed", "position": "-391.00;-244.00", "size": "171;21", "children": []}]}]}, {"name": null, "role": "AXRow", "description": "Modules automatically loaded or unloaded", "role_description": "row", "value": 0, "position": "-391.00;-244.00", "size": "362;24", "children": [{"name": null, "role": "AXStaticText", "description": "Modules automatically loaded or unloaded", "role_description": "text", "value": 0, "position": "-391.00;-244.00", "size": "362;24", "children": [{"name": null, "role": "AXStaticText", "description": "Modules automatically loaded or unloaded", "role_description": "text", "value": "Modules automatically loaded or unloaded", "position": "-391.00;-244.00", "size": "171;21", "children": []}]}]}, {"name": null, "role": "AXRow", "description": "Modules no longer referenced by external system", "role_description": "row", "value": 0, "position": "-391.00;-244.00", "size": "362;24", "children": [{"name": null, "role": "AXStaticText", "description": "Modules no longer referenced by external system", "role_description": "text", "value": 0, "position": "-391.00;-244.00", "size": "362;24", "children": [{"name": null, "role": "AXStaticText", "description": "Modules no longer referenced by external system", "role_description": "text", "value": "Modules no longer referenced by external system", "position": "-391.00;-244.00", "size": "171;21", "children": []}]}]}, {"name": null, "role": "AXRow", "description": "Package Checker check failed", "role_description": "row", "value": 0, "position": "-391.00;-244.00", "size": "362;24", "children": [{"name": null, "role": "AXStaticText", "description": "Package Checker check failed", "role_description": "text", "value": 0, "position": "-391.00;-244.00", "size": "362;24", "children": [{"name": null, "role": "AXStaticText", "description": "Package Checker check failed", "role_description": "text", "value": "Package Checker check failed", "position": "-391.00;-244.00", "size": "171;21", "children": []}]}]}, {"name": null, "role": "AXRow", "description": "Parameter name hints settings changed", "role_description": "row", "value": 0, "position": "-391.00;-244.00", "size": "362;24", "children": [{"name": null, "role": "AXStaticText", "description": "Parameter name hints settings changed", "role_description": "text", "value": 0, "position": "-391.00;-244.00", "size": "362;24", "children": [{"name": null, "role": "AXStaticText", "description": "Parameter name hints settings changed", "role_description": "text", "value": "Parameter name hints settings changed", "position": "-391.00;-244.00", "size": "171;21", "children": []}]}]}, {"name": null, "role": "AXRow", "description": "Password storage not available", "role_description": "row", "value": 0, "position": "-391.00;-244.00", "size": "362;24", "children": [{"name": null, "role": "AXStaticText", "description": "Password storage not available", "role_description": "text", "value": 0, "position": "-391.00;-244.00", "size": "362;24", "children": [{"name": null, "role": "AXStaticText", "description": "Password storage not available", "role_description": "text", "value": "Password storage not available", "position": "-391.00;-244.00", "size": "171;21", "children": []}]}]}, {"name": null, "role": "AXRow", "description": "Permissions notifications", "role_description": "row", "value": 0, "position": "-391.00;-244.00", "size": "362;24", "children": [{"name": null, "role": "AXStaticText", "description": "Permissions notifications", "role_description": "text", "value": 0, "position": "-391.00;-244.00", "size": "362;24", "children": [{"name": null, "role": "AXStaticText", "description": "Permissions notifications", "role_description": "text", "value": "Permissions notifications", "position": "-391.00;-244.00", "size": "171;21", "children": []}]}]}, {"name": null, "role": "AXRow", "description": "Pipfile Watcher", "role_description": "row", "value": 0, "position": "-391.00;-244.00", "size": "362;24", "children": [{"name": null, "role": "AXStaticText", "description": "Pipfile Watcher", "role_description": "text", "value": 0, "position": "-391.00;-244.00", "size": "362;24", "children": [{"name": null, "role": "AXStaticText", "description": "Pipfile Watcher", "role_description": "text", "value": "Pipfile Watcher", "position": "-391.00;-244.00", "size": "171;21", "children": []}]}]}, {"name": null, "role": "AXRow", "description": "Plugin suggestions available", "role_description": "row", "value": 0, "position": "-391.00;-244.00", "size": "362;24", "children": [{"name": null, "role": "AXStaticText", "description": "Plugin suggestions available", "role_description": "text", "value": 0, "position": "-391.00;-244.00", "size": "362;24", "children": [{"name": null, "role": "AXStaticText", "description": "Plugin suggestions available", "role_description": "text", "value": "Plugin suggestions available", "position": "-391.00;-244.00", "size": "171;21", "children": []}]}]}, {"name": null, "role": "AXRow", "description": "Plugins failed to load", "role_description": "row", "value": 0, "position": "-391.00;-244.00", "size": "362;24", "children": [{"name": null, "role": "AXStaticText", "description": "Plugins failed to load", "role_description": "text", "value": 0, "position": "-391.00;-244.00", "size": "362;24", "children": [{"name": null, "role": "AXStaticText", "description": "Plugins failed to load", "role_description": "text", "value": "Plugins failed to load", "position": "-391.00;-244.00", "size": "171;21", "children": []}]}]}, {"name": null, "role": "AXRow", "description": "Plugins installed or updated", "role_description": "row", "value": 0, "position": "-391.00;-244.00", "size": "362;24", "children": [{"name": null, "role": "AXStaticText", "description": "Plugins installed or updated", "role_description": "text", "value": 0, "position": "-391.00;-244.00", "size": "362;24", "children": [{"name": null, "role": "AXStaticText", "description": "Plugins installed or updated", "role_description": "text", "value": "Plugins installed or updated", "position": "-391.00;-244.00", "size": "171;21", "children": []}]}]}, {"name": null, "role": "AXRow", "description": "Power save mode enabled", "role_description": "row", "value": 0, "position": "-391.00;-244.00", "size": "362;24", "children": [{"name": null, "role": "AXStaticText", "description": "Power save mode enabled", "role_description": "text", "value": 0, "position": "-391.00;-244.00", "size": "362;24", "children": [{"name": null, "role": "AXStaticText", "description": "Power save mode enabled", "role_description": "text", "value": "Power save mode enabled", "position": "-391.00;-244.00", "size": "171;21", "children": []}]}]}, {"name": null, "role": "AXRow", "description": "Presentation assistant", "role_description": "row", "value": 0, "position": "-391.00;-244.00", "size": "362;24", "children": [{"name": null, "role": "AXStaticText", "description": "Presentation assistant", "role_description": "text", "value": 0, "position": "-391.00;-244.00", "size": "362;24", "children": [{"name": null, "role": "AXStaticText", "description": "Presentation assistant", "role_description": "text", "value": "Presentation assistant", "position": "-391.00;-244.00", "size": "171;21", "children": []}]}]}, {"name": null, "role": "AXRow", "description": "Project startup task execution failed", "role_description": "row", "value": 0, "position": "-391.00;-244.00", "size": "362;24", "children": [{"name": null, "role": "AXStaticText", "description": "Project startup task execution failed", "role_description": "text", "value": 0, "position": "-391.00;-244.00", "size": "362;24", "children": [{"name": null, "role": "AXStaticText", "description": "Project startup task execution failed", "role_description": "text", "value": "Project startup task execution failed", "position": "-391.00;-244.00", "size": "171;21", "children": []}]}]}, {"name": null, "role": "AXRow", "description": "Project template created", "role_description": "row", "value": 0, "position": "-391.00;-244.00", "size": "362;24", "children": [{"name": null, "role": "AXStaticText", "description": "Project template created", "role_description": "text", "value": 0, "position": "-391.00;-244.00", "size": "362;24", "children": [{"name": null, "role": "AXStaticText", "description": "Project template created", "role_description": "text", "value": "Project template created", "position": "-391.00;-244.00", "size": "171;21", "children": []}]}]}, {"name": null, "role": "AXRow", "description": "Proofreading missing languages information", "role_description": "row", "value": 0, "position": "-391.00;-244.00", "size": "362;24", "children": [{"name": null, "role": "AXStaticText", "description": "Proofreading missing languages information", "role_description": "text", "value": 0, "position": "-391.00;-244.00", "size": "362;24", "children": [{"name": null, "role": "AXStaticText", "description": "Proofreading missing languages information", "role_description": "text", "value": "Proofreading missing languages information", "position": "-391.00;-244.00", "size": "171;21", "children": []}]}]}, {"name": null, "role": "AXRow", "description": "PyCharm Professional recommended", "role_description": "row", "value": 0, "position": "-391.00;-244.00", "size": "362;24", "children": [{"name": null, "role": "AXStaticText", "description": "PyCharm Professional recommended", "role_description": "text", "value": 0, "position": "-391.00;-244.00", "size": "362;24", "children": [{"name": null, "role": "AXStaticText", "description": "PyCharm Professional recommended", "role_description": "text", "value": "PyCharm Professional recommended", "position": "-391.00;-244.00", "size": "171;21", "children": []}]}]}, {"name": null, "role": "AXRow", "description": "pyproject.toml Watcher", "role_description": "row", "value": 0, "position": "-391.00;-244.00", "size": "362;24", "children": [{"name": null, "role": "AXStaticText", "description": "pyproject.toml Watcher", "role_description": "text", "value": 0, "position": "-391.00;-244.00", "size": "362;24", "children": [{"name": null, "role": "AXStaticText", "description": "pyproject.toml Watcher", "role_description": "text", "value": "pyproject.toml Watcher", "position": "-391.00;-244.00", "size": "171;21", "children": []}]}]}, {"name": null, "role": "AXRow", "description": "Python compatibility inspection recommended", "role_description": "row", "value": 0, "position": "-391.00;-244.00", "size": "362;24", "children": [{"name": null, "role": "AXStaticText", "description": "Python compatibility inspection recommended", "role_description": "text", "value": 0, "position": "-391.00;-244.00", "size": "362;24", "children": [{"name": null, "role": "AXStaticText", "description": "Python compatibility inspection recommended", "role_description": "text", "value": "Python compatibility inspection recommended", "position": "-391.00;-244.00", "size": "171;21", "children": []}]}]}, {"name": null, "role": "AXRow", "description": "Python debugger", "role_description": "row", "value": 0, "position": "-391.00;-244.00", "size": "362;24", "children": [{"name": null, "role": "AXStaticText", "description": "Python debugger", "role_description": "text", "value": 0, "position": "-391.00;-244.00", "size": "362;24", "children": [{"name": null, "role": "AXStaticText", "description": "Python debugger", "role_description": "text", "value": "Python debugger", "position": "-391.00;-244.00", "size": "171;21", "children": []}]}]}, {"name": null, "role": "AXRow", "description": "Python debugger native extension available", "role_description": "row", "value": 0, "position": "-391.00;-244.00", "size": "362;24", "children": [{"name": null, "role": "AXStaticText", "description": "Python debugger native extension available", "role_description": "text", "value": 0, "position": "-391.00;-244.00", "size": "362;24", "children": [{"name": null, "role": "AXStaticText", "description": "Python debugger native extension available", "role_description": "text", "value": "Python debugger native extension available", "position": "-391.00;-244.00", "size": "171;21", "children": []}]}]}, {"name": null, "role": "AXRow", "description": "Python interpreter configured", "role_description": "row", "value": 0, "position": "-391.00;-244.00", "size": "362;24", "children": [{"name": null, "role": "AXStaticText", "description": "Python interpreter configured", "role_description": "text", "value": 0, "position": "-391.00;-244.00", "size": "362;24", "children": [{"name": null, "role": "AXStaticText", "description": "Python interpreter configured", "role_description": "text", "value": "Python interpreter configured", "position": "-391.00;-244.00", "size": "171;21", "children": []}]}]}, {"name": null, "role": "AXRow", "description": "Python interpreter installation", "role_description": "row", "value": 0, "position": "-391.00;-244.00", "size": "362;24", "children": [{"name": null, "role": "AXStaticText", "description": "Python interpreter installation", "role_description": "text", "value": 0, "position": "-391.00;-244.00", "size": "362;24", "children": [{"name": null, "role": "AXStaticText", "description": "Python interpreter installation", "role_description": "text", "value": "Python interpreter installation", "position": "-391.00;-244.00", "size": "171;21", "children": []}]}]}, {"name": null, "role": "AXRow", "description": "Python interpreter update failed", "role_description": "row", "value": 0, "position": "-391.00;-244.00", "size": "362;24", "children": [{"name": null, "role": "AXStaticText", "description": "Python interpreter update failed", "role_description": "text", "value": 0, "position": "-391.00;-244.00", "size": "362;24", "children": [{"name": null, "role": "AXStaticText", "description": "Python interpreter update failed", "role_description": "text", "value": "Python interpreter update failed", "position": "-391.00;-244.00", "size": "171;21", "children": []}]}]}, {"name": null, "role": "AXRow", "description": "Python package requirements", "role_description": "row", "value": 0, "position": "-391.00;-244.00", "size": "362;24", "children": [{"name": null, "role": "AXStaticText", "description": "Python package requirements", "role_description": "text", "value": 0, "position": "-391.00;-244.00", "size": "362;24", "children": [{"name": null, "role": "AXStaticText", "description": "Python package requirements", "role_description": "text", "value": "Python package requirements", "position": "-391.00;-244.00", "size": "171;21", "children": []}]}]}, {"name": null, "role": "AXRow", "description": "Python Packages", "role_description": "row", "value": 0, "position": "-391.00;-244.00", "size": "362;24", "children": [{"name": null, "role": "AXStaticText", "description": "Python Packages", "role_description": "text", "value": 0, "position": "-391.00;-244.00", "size": "362;24", "children": [{"name": null, "role": "AXStaticText", "description": "Python Packages", "role_description": "text", "value": "Python Packages", "position": "-391.00;-244.00", "size": "171;21", "children": []}]}]}, {"name": null, "role": "AXRow", "description": "Python packaging", "role_description": "row", "value": 0, "position": "-391.00;-244.00", "size": "362;24", "children": [{"name": null, "role": "AXStaticText", "description": "Python packaging", "role_description": "text", "value": 0, "position": "-391.00;-244.00", "size": "362;24", "children": [{"name": null, "role": "AXStaticText", "description": "Python packaging", "role_description": "text", "value": "Python packaging", "position": "-391.00;-244.00", "size": "171;21", "children": []}]}]}, {"name": null, "role": "AXRow", "description": "Qodana", "role_description": "row", "value": 0, "position": "-391.00;-244.00", "size": "362;24", "children": [{"name": null, "role": "AXStaticText", "description": "Qodana", "role_description": "text", "value": 0, "position": "-391.00;-244.00", "size": "362;24", "children": [{"name": null, "role": "AXStaticText", "description": "Qodana", "role_description": "text", "value": "Qodana", "position": "-391.00;-244.00", "size": "171;21", "children": []}]}]}, {"name": null, "role": "AXRow", "description": "Qodana problems tab", "role_description": "row", "value": 0, "position": "-391.00;-244.00", "size": "362;24", "children": [{"name": null, "role": "AXStaticText", "description": "Qodana problems tab", "role_description": "text", "value": 0, "position": "-391.00;-244.00", "size": "362;24", "children": [{"name": null, "role": "AXStaticText", "description": "Qodana problems tab", "role_description": "text", "value": "Qodana problems tab", "position": "-391.00;-244.00", "size": "171;21", "children": []}]}]}, {"name": null, "role": "AXRow", "description": "Qodana tips", "role_description": "row", "value": 0, "position": "-391.00;-244.00", "size": "362;24", "children": [{"name": null, "role": "AXStaticText", "description": "Qodana tips", "role_description": "text", "value": 0, "position": "-391.00;-244.00", "size": "362;24", "children": [{"name": null, "role": "AXStaticText", "description": "Qodana tips", "role_description": "text", "value": "Qodana tips", "position": "-391.00;-244.00", "size": "171;21", "children": []}]}]}, {"name": null, "role": "AXRow", "description": "Recommended language plugin available", "role_description": "row", "value": 0, "position": "-391.00;-244.00", "size": "362;24", "children": [{"name": null, "role": "AXStaticText", "description": "Recommended language plugin available", "role_description": "text", "value": 0, "position": "-391.00;-244.00", "size": "362;24", "children": [{"name": null, "role": "AXStaticText", "description": "Recommended language plugin available", "role_description": "text", "value": "Recommended language plugin available", "position": "-391.00;-244.00", "size": "171;21", "children": []}]}]}, {"name": null, "role": "AXRow", "description": "Remote notifications", "role_description": "row", "value": 0, "position": "-391.00;-244.00", "size": "362;24", "children": [{"name": null, "role": "AXStaticText", "description": "Remote notifications", "role_description": "text", "value": 0, "position": "-391.00;-244.00", "size": "362;24", "children": [{"name": null, "role": "AXStaticText", "description": "Remote notifications", "role_description": "text", "value": "Remote notifications", "position": "-391.00;-244.00", "size": "171;21", "children": []}]}]}, {"name": null, "role": "AXRow", "description": "Required plugins not loaded", "role_description": "row", "value": 0, "position": "-391.00;-244.00", "size": "362;24", "children": [{"name": null, "role": "AXStaticText", "description": "Required plugins not loaded", "role_description": "text", "value": 0, "position": "-391.00;-244.00", "size": "362;24", "children": [{"name": null, "role": "AXStaticText", "description": "Required plugins not loaded", "role_description": "text", "value": "Required plugins not loaded", "position": "-391.00;-244.00", "size": "171;21", "children": []}]}]}, {"name": null, "role": "AXRow", "description": "Run Anything command executed", "role_description": "row", "value": 0, "position": "-391.00;-244.00", "size": "362;24", "children": [{"name": null, "role": "AXStaticText", "description": "Run Anything command executed", "role_description": "text", "value": 0, "position": "-391.00;-244.00", "size": "362;24", "children": [{"name": null, "role": "AXStaticText", "description": "Run Anything command executed", "role_description": "text", "value": "Run Anything command executed", "position": "-391.00;-244.00", "size": "171;21", "children": []}]}]}, {"name": null, "role": "AXRow", "description": "Run configurations in Services tool window", "role_description": "row", "value": 0, "position": "-391.00;-244.00", "size": "362;24", "children": [{"name": null, "role": "AXStaticText", "description": "Run configurations in Services tool window", "role_description": "text", "value": 0, "position": "-391.00;-244.00", "size": "362;24", "children": [{"name": null, "role": "AXStaticText", "description": "Run configurations in Services tool window", "role_description": "text", "value": "Run configurations in Services tool window", "position": "-391.00;-244.00", "size": "171;21", "children": []}]}]}, {"name": null, "role": "AXRow", "description": "SDK automatically configured", "role_description": "row", "value": 0, "position": "-391.00;-244.00", "size": "362;24", "children": [{"name": null, "role": "AXStaticText", "description": "SDK automatically configured", "role_description": "text", "value": 0, "position": "-391.00;-244.00", "size": "362;24", "children": [{"name": null, "role": "AXStaticText", "description": "SDK automatically configured", "role_description": "text", "value": "SDK automatically configured", "position": "-391.00;-244.00", "size": "171;21", "children": []}]}]}, {"name": null, "role": "AXRow", "description": "Settings Sync messages", "role_description": "row", "value": 0, "position": "-391.00;-244.00", "size": "362;24", "children": [{"name": null, "role": "AXStaticText", "description": "Settings Sync messages", "role_description": "text", "value": 0, "position": "-391.00;-244.00", "size": "362;24", "children": [{"name": null, "role": "AXStaticText", "description": "Settings Sync messages", "role_description": "text", "value": "Settings Sync messages", "position": "-391.00;-244.00", "size": "171;21", "children": []}]}]}, {"name": null, "role": "AXRow", "description": "Shared indexes events", "role_description": "row", "value": 0, "position": "-391.00;-244.00", "size": "362;24", "children": [{"name": null, "role": "AXStaticText", "description": "Shared indexes events", "role_description": "text", "value": 0, "position": "-391.00;-244.00", "size": "362;24", "children": [{"name": null, "role": "AXStaticText", "description": "Shared indexes events", "role_description": "text", "value": "Shared indexes events", "position": "-391.00;-244.00", "size": "171;21", "children": []}]}]}, {"name": null, "role": "AXRow", "description": "Shared indexes recommendations", "role_description": "row", "value": 0, "position": "-391.00;-244.00", "size": "362;24", "children": [{"name": null, "role": "AXStaticText", "description": "Shared indexes recommendations", "role_description": "text", "value": 0, "position": "-391.00;-244.00", "size": "362;24", "children": [{"name": null, "role": "AXStaticText", "description": "Shared indexes recommendations", "role_description": "text", "value": "Shared indexes recommendations", "position": "-391.00;-244.00", "size": "171;21", "children": []}]}]}, {"name": null, "role": "AXRow", "description": "Shell script tools available", "role_description": "row", "value": 0, "position": "-391.00;-244.00", "size": "362;24", "children": [{"name": null, "role": "AXStaticText", "description": "Shell script tools available", "role_description": "text", "value": 0, "position": "-391.00;-244.00", "size": "362;24", "children": [{"name": null, "role": "AXStaticText", "description": "Shell script tools available", "role_description": "text", "value": "Shell script tools available", "position": "-391.00;-244.00", "size": "171;21", "children": []}]}]}, {"name": null, "role": "AXRow", "description": "Spellchecker dictionary loading failed", "role_description": "row", "value": 0, "position": "-391.00;-244.00", "size": "362;24", "children": [{"name": null, "role": "AXStaticText", "description": "Spellchecker dictionary loading failed", "role_description": "text", "value": 0, "position": "-391.00;-244.00", "size": "362;24", "children": [{"name": null, "role": "AXStaticText", "description": "Spellchecker dictionary loading failed", "role_description": "text", "value": "Spellchecker dictionary loading failed", "position": "-391.00;-244.00", "size": "171;21", "children": []}]}]}, {"name": null, "role": "AXRow", "description": "Sticky lines disabled", "role_description": "row", "value": 0, "position": "-391.00;-244.00", "size": "362;24", "children": [{"name": null, "role": "AXStaticText", "description": "Sticky lines disabled", "role_description": "text", "value": 0, "position": "-391.00;-244.00", "size": "362;24", "children": [{"name": null, "role": "AXStaticText", "description": "Sticky lines disabled", "role_description": "text", "value": "Sticky lines disabled", "position": "-391.00;-244.00", "size": "171;21", "children": []}]}]}, {"name": null, "role": "AXRow", "description": "Subversion root detection failed", "role_description": "row", "value": 0, "position": "-391.00;-244.00", "size": "362;24", "children": [{"name": null, "role": "AXStaticText", "description": "Subversion root detection failed", "role_description": "text", "value": 0, "position": "-391.00;-244.00", "size": "362;24", "children": [{"name": null, "role": "AXStaticText", "description": "Subversion root detection failed", "role_description": "text", "value": "Subversion root detection failed", "position": "-391.00;-244.00", "size": "171;21", "children": []}]}]}, {"name": null, "role": "AXRow", "description": "Sync Python requirements", "role_description": "row", "value": 0, "position": "-391.00;-244.00", "size": "362;24", "children": [{"name": null, "role": "AXStaticText", "description": "Sync Python requirements", "role_description": "text", "value": 0, "position": "-391.00;-244.00", "size": "362;24", "children": [{"name": null, "role": "AXStaticText", "description": "Sync Python requirements", "role_description": "text", "value": "Sync Python requirements", "position": "-391.00;-244.00", "size": "171;21", "children": []}]}]}, {"name": null, "role": "AXRow", "description": "System clipboard unavailable", "role_description": "row", "value": 0, "position": "-391.00;-244.00", "size": "362;24", "children": [{"name": null, "role": "AXStaticText", "description": "System clipboard unavailable", "role_description": "text", "value": 0, "position": "-391.00;-244.00", "size": "362;24", "children": [{"name": null, "role": "AXStaticText", "description": "System clipboard unavailable", "role_description": "text", "value": "System clipboard unavailable", "position": "-391.00;-244.00", "size": "171;21", "children": []}]}]}, {"name": null, "role": "AXRow", "description": "System health issue detected", "role_description": "row", "value": 0, "position": "-391.00;-244.00", "size": "362;24", "children": [{"name": null, "role": "AXStaticText", "description": "System health issue detected", "role_description": "text", "value": 0, "position": "-391.00;-244.00", "size": "362;24", "children": [{"name": null, "role": "AXStaticText", "description": "System health issue detected", "role_description": "text", "value": "System health issue detected", "position": "-391.00;-244.00", "size": "171;21", "children": []}]}]}, {"name": null, "role": "AXRow", "description": "System messages", "role_description": "row", "value": 0, "position": "-391.00;-244.00", "size": "362;24", "children": [{"name": null, "role": "AXStaticText", "description": "System messages", "role_description": "text", "value": 0, "position": "-391.00;-244.00", "size": "362;24", "children": [{"name": null, "role": "AXStaticText", "description": "System messages", "role_description": "text", "value": "System messages", "position": "-391.00;-244.00", "size": "171;21", "children": []}]}]}, {"name": null, "role": "AXRow", "description": "Task context data corrupted", "role_description": "row", "value": 0, "position": "-391.00;-244.00", "size": "362;24", "children": [{"name": null, "role": "AXStaticText", "description": "Task context data corrupted", "role_description": "text", "value": 0, "position": "-391.00;-244.00", "size": "362;24", "children": [{"name": null, "role": "AXStaticText", "description": "Task context data corrupted", "role_description": "text", "value": "Task context data corrupted", "position": "-391.00;-244.00", "size": "171;21", "children": []}]}]}, {"name": null, "role": "AXRow", "description": "Task server connection failed", "role_description": "row", "value": 0, "position": "-391.00;-244.00", "size": "362;24", "children": [{"name": null, "role": "AXStaticText", "description": "Task server connection failed", "role_description": "text", "value": 0, "position": "-391.00;-244.00", "size": "362;24", "children": [{"name": null, "role": "AXStaticText", "description": "Task server connection failed", "role_description": "text", "value": "Task server connection failed", "position": "-391.00;-244.00", "size": "171;21", "children": []}]}]}, {"name": null, "role": "AXRow", "description": "Test execution finished", "role_description": "row", "value": 0, "position": "-391.00;-244.00", "size": "362;24", "children": [{"name": null, "role": "AXStaticText", "description": "Test execution finished", "role_description": "text", "value": 0, "position": "-391.00;-244.00", "size": "362;24", "children": [{"name": null, "role": "AXStaticText", "description": "Test execution finished", "role_description": "text", "value": "Test execution finished", "position": "-391.00;-244.00", "size": "171;21", "children": []}]}]}, {"name": null, "role": "AXRow", "description": "TextMate bundle loading failed", "role_description": "row", "value": 0, "position": "-391.00;-244.00", "size": "362;24", "children": [{"name": null, "role": "AXStaticText", "description": "TextMate bundle loading failed", "role_description": "text", "value": 0, "position": "-391.00;-244.00", "size": "362;24", "children": [{"name": null, "role": "AXStaticText", "description": "TextMate bundle loading failed", "role_description": "text", "value": "TextMate bundle loading failed", "position": "-391.00;-244.00", "size": "171;21", "children": []}]}]}, {"name": null, "role": "AXRow", "description": "Timeout opening page in browser", "role_description": "row", "value": 0, "position": "-391.00;-244.00", "size": "362;24", "children": [{"name": null, "role": "AXStaticText", "description": "Timeout opening page in browser", "role_description": "text", "value": 0, "position": "-391.00;-244.00", "size": "362;24", "children": [{"name": null, "role": "AXStaticText", "description": "Timeout opening page in browser", "role_description": "text", "value": "Timeout opening page in browser", "position": "-391.00;-244.00", "size": "171;21", "children": []}]}]}, {"name": null, "role": "AXRow", "description": "Unindexed Maven repositories found", "role_description": "row", "value": 0, "position": "-391.00;-244.00", "size": "362;24", "children": [{"name": null, "role": "AXStaticText", "description": "Unindexed Maven repositories found", "role_description": "text", "value": 0, "position": "-391.00;-244.00", "size": "362;24", "children": [{"name": null, "role": "AXStaticText", "description": "Unindexed Maven repositories found", "role_description": "text", "value": "Unindexed Maven repositories found", "position": "-391.00;-244.00", "size": "171;21", "children": []}]}]}, {"name": null, "role": "AXRow", "description": "VCS common messages", "role_description": "row", "value": 0, "position": "-391.00;-244.00", "size": "362;24", "children": [{"name": null, "role": "AXStaticText", "description": "VCS common messages", "role_description": "text", "value": 0, "position": "-391.00;-244.00", "size": "362;24", "children": [{"name": null, "role": "AXStaticText", "description": "VCS common messages", "role_description": "text", "value": "VCS common messages", "position": "-391.00;-244.00", "size": "171;21", "children": []}]}]}, {"name": null, "role": "AXRow", "description": "VCS external executable validation failed", "role_description": "row", "value": 0, "position": "-391.00;-244.00", "size": "362;24", "children": [{"name": null, "role": "AXStaticText", "description": "VCS external executable validation failed", "role_description": "text", "value": 0, "position": "-391.00;-244.00", "size": "362;24", "children": [{"name": null, "role": "AXStaticText", "description": "VCS external executable validation failed", "role_description": "text", "value": "VCS external executable validation failed", "position": "-391.00;-244.00", "size": "171;21", "children": []}]}]}, {"name": null, "role": "AXRow", "description": "VCS hosting integrations", "role_description": "row", "value": 0, "position": "-391.00;-244.00", "size": "362;24", "children": [{"name": null, "role": "AXStaticText", "description": "VCS hosting integrations", "role_description": "text", "value": 0, "position": "-391.00;-244.00", "size": "362;24", "children": [{"name": null, "role": "AXStaticText", "description": "VCS hosting integrations", "role_description": "text", "value": "VCS hosting integrations", "position": "-391.00;-244.00", "size": "171;21", "children": []}]}]}, {"name": null, "role": "AXRow", "description": "VCS important messages", "role_description": "row", "value": 0, "position": "-391.00;-244.00", "size": "362;24", "children": [{"name": null, "role": "AXStaticText", "description": "VCS important messages", "role_description": "text", "value": 0, "position": "-391.00;-244.00", "size": "362;24", "children": [{"name": null, "role": "AXStaticText", "description": "VCS important messages", "role_description": "text", "value": "VCS important messages", "position": "-391.00;-244.00", "size": "171;21", "children": []}]}]}, {"name": null, "role": "AXRow", "description": "VCS messages", "role_description": "row", "value": 0, "position": "-391.00;-244.00", "size": "362;24", "children": [{"name": null, "role": "AXStaticText", "description": "VCS messages", "role_description": "text", "value": 0, "position": "-391.00;-244.00", "size": "362;24", "children": [{"name": null, "role": "AXStaticText", "description": "VCS messages", "role_description": "text", "value": "VCS messages", "position": "-391.00;-244.00", "size": "171;21", "children": []}]}]}, {"name": null, "role": "AXRow", "description": "VCS notifications", "role_description": "row", "value": 0, "position": "-391.00;-244.00", "size": "362;24", "children": [{"name": null, "role": "AXStaticText", "description": "VCS notifications", "role_description": "text", "value": 0, "position": "-391.00;-244.00", "size": "362;24", "children": [{"name": null, "role": "AXStaticText", "description": "VCS notifications", "role_description": "text", "value": "VCS notifications", "position": "-391.00;-244.00", "size": "171;21", "children": []}]}]}, {"name": null, "role": "AXRow", "description": "VCS silent notifications", "role_description": "row", "value": 0, "position": "-391.00;-244.00", "size": "362;24", "children": [{"name": null, "role": "AXStaticText", "description": "VCS silent notifications", "role_description": "text", "value": 0, "position": "-391.00;-244.00", "size": "362;24", "children": [{"name": null, "role": "AXStaticText", "description": "VCS silent notifications", "role_description": "text", "value": "VCS silent notifications", "position": "-391.00;-244.00", "size": "171;21", "children": []}]}]}, {"name": null, "role": "AXRow", "description": "Virtual file system", "role_description": "row", "value": 0, "position": "-391.00;-244.00", "size": "362;24", "children": [{"name": null, "role": "AXStaticText", "description": "Virtual file system", "role_description": "text", "value": 0, "position": "-391.00;-244.00", "size": "362;24", "children": [{"name": null, "role": "AXStaticText", "description": "Virtual file system", "role_description": "text", "value": "Virtual file system", "position": "-391.00;-244.00", "size": "171;21", "children": []}]}]}]}]}, {"name": null, "role": "AXStaticText", "description": "Popup type:", "role_description": "text", "value": "Popup type:", "position": "-391.00;-244.00", "size": "74;17", "children": []}, {"name": null, "role": "AXPopUpButton", "description": "Popup type:", "role_description": "pop up button", "value": "Sticky balloon", "position": "-391.00;-244.00", "size": "151;34", "children": [{"name": null, "role": "AXPopUpButton", "description": null, "role_description": "pop up button", "value": null, "position": "-391.00;-244.00", "size": "0;0", "children": [{"name": null, "role": "AXMenuItem", "description": null, "role_description": "menu item", "value": null, "position": "-391.00;-244.00", "size": "0;0", "children": [{"name": null, "role": "AXList", "description": "list", "role_description": "list", "value": 0, "position": "-391.00;-244.00", "size": "0;0", "children": [{"name": null, "role": "AXRow", "description": "No popup", "role_description": "row", "value": 0, "position": "-391.00;-244.00", "size": "0;24", "children": [{"name": null, "role": "AXStaticText", "description": "No popup", "role_description": "text", "value": 0, "position": "-391.00;-244.00", "size": "0;24", "children": []}]}, {"name": null, "role": "AXRow", "description": "Balloon", "role_description": "row", "value": 0, "position": "-391.00;-244.00", "size": "0;24", "children": [{"name": null, "role": "AXStaticText", "description": "Balloon", "role_description": "text", "value": 0, "position": "-391.00;-244.00", "size": "0;24", "children": []}]}, {"name": null, "role": "AXRow", "description": "Sticky balloon", "role_description": "row", "value": 0, "position": "-391.00;-244.00", "size": "0;24", "children": [{"name": null, "role": "AXStaticText", "description": "Sticky balloon", "role_description": "text", "value": 0, "position": "-391.00;-244.00", "size": "0;24", "children": []}]}]}, {"name": null, "role": "AXScrollBar", "description": null, "role_description": "scroll bar", "value": 48, "position": "-391.00;-244.00", "size": "0;0", "children": []}]}]}]}, {"name": null, "role": "AXCheckBox", "description": "Show in tool window", "role_description": "checkbox", "value": 1, "position": "-391.00;-244.00", "size": "155;25", "children": []}, {"name": null, "role": "AXCheckBox", "description": "Play sound", "role_description": "checkbox", "value": 0, "position": "-391.00;-244.00", "size": "95;25", "children": []}, {"name": null, "role": "AXCheckBox", "description": "Read aloud", "role_description": "checkbox", "value": 0, "position": "-391.00;-244.00", "size": "97;25", "children": []}, {"name": null, "role": "AXStaticText", "description": "Don't ask again notifications:", "role_description": "text", "value": "Don't ask again notifications:", "position": "-391.00;-244.00", "size": "177;17", "children": []}, {"name": null, "role": "AXScrollArea", "description": null, "role_description": "scroll area", "value": 0, "position": "-391.00;-244.00", "size": "677;231", "children": [{"name": null, "role": "AXList", "description": "Don't ask again notifications:", "role_description": "list", "value": 0, "position": "-391.00;-244.00", "size": "677;231", "children": []}, {"name": null, "role": "AXScrollBar", "description": null, "role_description": "scroll bar", "value": 0, "position": "-391.00;-244.00", "size": "0;0", "children": []}, {"name": null, "role": "AXScrollBar", "description": null, "role_description": "scroll bar", "value": 0, "position": "-391.00;-244.00", "size": "0;0", "children": []}]}, {"name": null, "role": "AXGroup", "description": "Action Toolbar", "role_description": "group", "value": 0, "position": "-391.00;-244.00", "size": "677;24", "children": [{"name": null, "role": "AXButton", "description": "Remove", "role_description": "button", "value": null, "position": "-391.00;-244.00", "size": "26;24", "children": []}]}, {"name": null, "role": "AXImage", "description": null, "role_description": "image", "value": null, "position": "-391.00;-244.00", "size": "6;17", "children": []}, {"name": null, "role": "AXScrollArea", "description": null, "role_description": "scroll area", "value": 0, "position": "-391.00;-244.00", "size": "200;546", "children": [{"name": null, "role": "AXList", "description": "list", "role_description": "list", "value": 0, "position": "-391.00;-244.00", "size": "200;546", "children": []}, {"name": null, "role": "AXScrollBar", "description": null, "role_description": "scroll bar", "value": 0, "position": "-391.00;-244.00", "size": "0;0", "children": []}, {"name": null, "role": "AXScrollBar", "description": null, "role_description": "scroll bar", "value": 0, "position": "-391.00;-244.00", "size": "0;0", "children": []}]}, {"name": null, "role": "AXGroup", "description": "Action Toolbar", "role_description": "group", "value": 0, "position": "-391.00;-244.00", "size": "200;24", "children": [{"name": null, "role": "AXButton", "description": "Add", "role_description": "button", "value": null, "position": "-391.00;-244.00", "size": "26;24", "children": []}, {"name": null, "role": "AXButton", "description": "Remove", "role_description": "button", "value": null, "position": "-391.00;-244.00", "size": "26;24", "children": []}]}, {"name": null, "role": "AXStaticText", "description": "Quick Lists allow you to define commonly used groups of actions (for example, refactoring or VCS actions) and to assign keyboard shortcuts to such groups.", "role_description": "text", "value": "Quick Lists allow you to define commonly used groups of actions (for example, refactoring or VCS actions) and to assign keyboard shortcuts to such groups.", "position": "-391.00;-244.00", "size": "470;573", "children": []}, {"name": null, "role": "AXStaticText", "description": "Display name:", "role_description": "text", "value": "Display name:", "position": "-391.00;-244.00", "size": "86;17", "children": []}, {"name": null, "role": "AXTextField", "description": "Description:", "role_description": "text field", "value": "", "position": "-391.00;-244.00", "size": "374;34", "children": []}, {"name": null, "role": "AXTextField", "description": "Display name:", "role_description": "text field", "value": "", "position": "-391.00;-244.00", "size": "374;34", "children": []}, {"name": null, "role": "AXStaticText", "description": "Description:", "role_description": "text", "value": "Description:", "position": "-391.00;-244.00", "size": "74;17", "children": []}, {"name": null, "role": "AXScrollArea", "description": null, "role_description": "scroll area", "value": 0, "position": "-391.00;-244.00", "size": "468;468", "children": [{"name": null, "role": "AXList", "description": "list", "role_description": "list", "value": 0, "position": "-391.00;-244.00", "size": "468;468", "children": []}, {"name": null, "role": "AXScrollBar", "description": null, "role_description": "scroll bar", "value": 0, "position": "-391.00;-244.00", "size": "0;0", "children": []}, {"name": null, "role": "AXScrollBar", "description": null, "role_description": "scroll bar", "value": 0, "position": "-391.00;-244.00", "size": "0;0", "children": []}]}, {"name": null, "role": "AXGroup", "description": "", "role_description": "group", "value": 0, "position": "-391.00;-244.00", "size": "468;24", "children": [{"name": null, "role": "AXImage", "description": "", "role_description": "image", "value": null, "position": "-391.00;-244.00", "size": "26;24", "children": []}]}, {"name": null, "role": "AXScrollArea", "description": null, "role_description": "scroll area", "value": 0, "position": "-391.00;-244.00", "size": "677;493", "children": [{"name": null, "role": "AXTable", "description": "table", "role_description": "table", "value": 0, "position": "-391.00;-244.00", "size": "677;468", "children": []}, {"name": null, "role": "AXScrollBar", "description": null, "role_description": "scroll bar", "value": 0, "position": "-391.00;-244.00", "size": "0;0", "children": []}, {"name": null, "role": "AXScrollBar", "description": null, "role_description": "scroll bar", "value": 0, "position": "-391.00;-244.00", "size": "0;0", "children": []}, {"name": null, "role": "AXStaticText", "description": "Name", "role_description": "text", "value": "Name", "position": "-391.00;-244.00", "size": "339;0", "children": []}, {"name": null, "role": "AXStaticText", "description": "Value", "role_description": "text", "value": "Value", "position": "-391.00;-244.00", "size": "338;0", "children": []}]}, {"name": null, "role": "AXGroup", "description": "Action Toolbar", "role_description": "group", "value": 0, "position": "-391.00;-244.00", "size": "677;24", "children": [{"name": null, "role": "AXButton", "description": "Add", "role_description": "button", "value": null, "position": "-391.00;-244.00", "size": "26;24", "children": []}, {"name": null, "role": "AXButton", "description": "Remove", "role_description": "button", "value": null, "position": "-391.00;-244.00", "size": "26;24", "children": []}, {"name": null, "role": "AXButton", "description": "Edit", "role_description": "button", "value": null, "position": "-391.00;-244.00", "size": "26;24", "children": []}]}, {"name": null, "role": "AXStaticText", "description": "Ignored Variables:", "role_description": "text", "value": "Ignored Variables:", "position": "-391.00;-244.00", "size": "111;17", "children": []}, {"name": null, "role": "AXTextField", "description": "Ignored Variables:", "role_description": "text field", "value": "", "position": "-391.00;-244.00", "size": "558;34", "children": []}, {"name": null, "role": "AXStaticText", "description": "use ; to separate ignored variables", "role_description": "text", "value": "use ; to separate ignored variables", "position": "-391.00;-244.00", "size": "180;14", "children": []}, {"name": null, "role": "AXScrollArea", "description": null, "role_description": "scroll area", "value": 0, "position": "-391.00;-244.00", "size": "711;600", "children": [{"name": null, "role": "AXScrollBar", "description": null, "role_description": "scroll bar", "value": 0, "position": "-391.00;-244.00", "size": "0;0", "children": []}, {"name": null, "role": "AXScrollBar", "description": null, "role_description": "scroll bar", "value": 0, "position": "-391.00;-244.00", "size": "0;0", "children": []}, {"name": null, "role": "AXCheckBox", "description": "Show action names and shortcuts in popup", "role_description": "checkbox", "value": 0, "position": "-391.00;-244.00", "size": "294;25", "children": []}, {"name": null, "role": "AXStaticText", "description": "Popup size:", "role_description": "text", "value": "Popup size:", "position": "-391.00;-244.00", "size": "71;17", "children": []}, {"name": null, "role": "AXPopUpButton", "description": "Popup size:", "role_description": "pop up button", "value": "Medium", "position": "-391.00;-244.00", "size": "106;34", "children": [{"name": null, "role": "AXPopUpButton", "description": null, "role_description": "pop up button", "value": null, "position": "-391.00;-244.00", "size": "0;0", "children": [{"name": null, "role": "AXMenuItem", "description": null, "role_description": "menu item", "value": null, "position": "-391.00;-244.00", "size": "0;0", "children": [{"name": null, "role": "AXList", "description": "list", "role_description": "list", "value": 0, "position": "-391.00;-244.00", "size": "0;0", "children": [{"name": null, "role": "AXRow", "description": "Small", "role_description": "row", "value": 0, "position": "-391.00;-244.00", "size": "0;24", "children": [{"name": null, "role": "AXStaticText", "description": "Small", "role_description": "text", "value": 0, "position": "-391.00;-244.00", "size": "0;24", "children": [{"name": null, "role": "AXStaticText", "description": "Small", "role_description": "text", "value": "Small", "position": "-391.00;-244.00", "size": "36;21", "children": []}]}]}, {"name": null, "role": "AXRow", "description": "Medium", "role_description": "row", "value": 0, "position": "-391.00;-244.00", "size": "0;24", "children": [{"name": null, "role": "AXStaticText", "description": "Medium", "role_description": "text", "value": 0, "position": "-391.00;-244.00", "size": "0;24", "children": [{"name": null, "role": "AXStaticText", "description": "Medium", "role_description": "text", "value": "Medium", "position": "-391.00;-244.00", "size": "36;21", "children": []}]}]}, {"name": null, "role": "AXRow", "description": "Large", "role_description": "row", "value": 0, "position": "-391.00;-244.00", "size": "0;24", "children": [{"name": null, "role": "AXStaticText", "description": "Large", "role_description": "text", "value": 0, "position": "-391.00;-244.00", "size": "0;24", "children": [{"name": null, "role": "AXStaticText", "description": "Large", "role_description": "text", "value": "Large", "position": "-391.00;-244.00", "size": "36;21", "children": []}]}]}]}, {"name": null, "role": "AXScrollBar", "description": null, "role_description": "scroll bar", "value": 0, "position": "-391.00;-244.00", "size": "0;0", "children": []}]}]}]}, {"name": null, "role": "AXStaticText", "description": "Display for:", "role_description": "text", "value": "Display for:", "position": "-391.00;-244.00", "size": "69;17", "children": []}, {"name": null, "role": "AXTextField", "description": "Display for:", "role_description": "text field", "value": "4", "position": "-391.00;-244.00", "size": "72;34", "children": []}, {"name": null, "role": "AXTextField", "description": "text/html", "role_description": "text field", "value": "\nseconds", "position": "-391.00;-244.00", "size": "506;17", "children": [{"name": null, "role": "AXTextField", "description": "text/html", "role_description": "text field", "value": null, "position": "-391.00;-244.00", "size": "0;0", "children": []}, {"name": null, "role": "AXTextField", "description": "text/html", "role_description": "text field", "value": null, "position": "-391.00;-244.00", "size": "52;17", "children": []}, {"name": null, "role": "AXTextField", "description": "text/html", "role_description": "text field", "value": null, "position": "-391.00;-244.00", "size": "0;17", "children": []}]}, {"name": null, "role": "AXStaticText", "description": "Position:", "role_description": "text", "value": "Position:", "position": "-391.00;-244.00", "size": "53;17", "children": []}, {"name": null, "role": "AXPopUpButton", "description": "Position:", "role_description": "pop up button", "value": "Bottom Center", "position": "-391.00;-244.00", "size": "147;34", "children": [{"name": null, "role": "AXPopUpButton", "description": null, "role_description": "pop up button", "value": null, "position": "-391.00;-244.00", "size": "0;0", "children": [{"name": null, "role": "AXMenuItem", "description": null, "role_description": "menu item", "value": null, "position": "-391.00;-244.00", "size": "0;0", "children": [{"name": null, "role": "AXList", "description": "list", "role_description": "list", "value": 0, "position": "-391.00;-244.00", "size": "0;0", "children": [{"name": null, "role": "AXRow", "description": "Top Left", "role_description": "row", "value": 0, "position": "-391.00;-244.00", "size": "0;24", "children": [{"name": null, "role": "AXStaticText", "description": "Top Left", "role_description": "text", "value": 0, "position": "-391.00;-244.00", "size": "0;24", "children": [{"name": null, "role": "AXStaticText", "description": "Top Left", "role_description": "text", "value": "Top Left", "position": "-391.00;-244.00", "size": "54;21", "children": []}]}]}, {"name": null, "role": "AXRow", "description": "Top Center", "role_description": "row", "value": 0, "position": "-391.00;-244.00", "size": "0;24", "children": [{"name": null, "role": "AXStaticText", "description": "Top Center", "role_description": "text", "value": 0, "position": "-391.00;-244.00", "size": "0;24", "children": [{"name": null, "role": "AXStaticText", "description": "Top Center", "role_description": "text", "value": "Top Center", "position": "-391.00;-244.00", "size": "54;21", "children": []}]}]}, {"name": null, "role": "AXRow", "description": "Top Right", "role_description": "row", "value": 0, "position": "-391.00;-244.00", "size": "0;24", "children": [{"name": null, "role": "AXStaticText", "description": "Top Right", "role_description": "text", "value": 0, "position": "-391.00;-244.00", "size": "0;24", "children": [{"name": null, "role": "AXStaticText", "description": "Top Right", "role_description": "text", "value": "Top Right", "position": "-391.00;-244.00", "size": "54;21", "children": []}]}]}, {"name": null, "role": "AXRow", "description": "Bottom Left", "role_description": "row", "value": 0, "position": "-391.00;-244.00", "size": "0;24", "children": [{"name": null, "role": "AXStaticText", "description": "Bottom Left", "role_description": "text", "value": 0, "position": "-391.00;-244.00", "size": "0;24", "children": [{"name": null, "role": "AXStaticText", "description": "Bottom Left", "role_description": "text", "value": "Bottom Left", "position": "-391.00;-244.00", "size": "54;21", "children": []}]}]}, {"name": null, "role": "AXRow", "description": "Bottom Center", "role_description": "row", "value": 0, "position": "-391.00;-244.00", "size": "0;24", "children": [{"name": null, "role": "AXStaticText", "description": "Bottom Center", "role_description": "text", "value": 0, "position": "-391.00;-244.00", "size": "0;24", "children": [{"name": null, "role": "AXStaticText", "description": "Bottom Center", "role_description": "text", "value": "Bottom Center", "position": "-391.00;-244.00", "size": "54;21", "children": []}]}]}, {"name": null, "role": "AXRow", "description": "Bottom Right", "role_description": "row", "value": 0, "position": "-391.00;-244.00", "size": "0;24", "children": [{"name": null, "role": "AXStaticText", "description": "Bottom Right", "role_description": "text", "value": 0, "position": "-391.00;-244.00", "size": "0;24", "children": [{"name": null, "role": "AXStaticText", "description": "Bottom Right", "role_description": "text", "value": "Bottom Right", "position": "-391.00;-244.00", "size": "54;21", "children": []}]}]}]}, {"name": null, "role": "AXScrollBar", "description": null, "role_description": "scroll bar", "value": 0, "position": "-391.00;-244.00", "size": "0;0", "children": []}]}]}]}, {"name": null, "role": "AXStaticText", "description": "Keymaps", "role_description": "text", "value": "Keymaps", "position": "-391.00;-244.00", "size": "57;17", "children": []}, {"name": null, "role": "AXStaticText", "description": "Main:", "role_description": "text", "value": "Main:", "position": "-391.00;-244.00", "size": "33;17", "children": []}, {"name": null, "role": "AXPopUpButton", "description": "Main:", "role_description": "pop up button", "value": "macOS", "position": "-391.00;-244.00", "size": "213;34", "children": [{"name": null, "role": "AXPopUpButton", "description": null, "role_description": "pop up button", "value": null, "position": "-391.00;-244.00", "size": "0;0", "children": [{"name": null, "role": "AXMenuItem", "description": null, "role_description": "menu item", "value": null, "position": "-391.00;-244.00", "size": "0;0", "children": [{"name": null, "role": "AXList", "description": "list", "role_description": "list", "value": 0, "position": "-391.00;-244.00", "size": "0;0", "children": [{"name": null, "role": "AXRow", "description": "Windows", "role_description": "row", "value": 0, "position": "-391.00;-244.00", "size": "0;24", "children": [{"name": null, "role": "AXStaticText", "description": "Windows", "role_description": "text", "value": 0, "position": "-391.00;-244.00", "size": "0;24", "children": [{"name": null, "role": "AXStaticText", "description": "Windows", "role_description": "text", "value": "Windows", "position": "-391.00;-244.00", "size": "59;21", "children": []}]}]}, {"name": null, "role": "AXRow", "description": "macOS", "role_description": "row", "value": 0, "position": "-391.00;-244.00", "size": "0;24", "children": [{"name": null, "role": "AXStaticText", "description": "macOS", "role_description": "text", "value": 0, "position": "-391.00;-244.00", "size": "0;24", "children": [{"name": null, "role": "AXStaticText", "description": "macOS", "role_description": "text", "value": "macOS", "position": "-391.00;-244.00", "size": "59;21", "children": []}]}]}, {"name": null, "role": "AXRow", "description": "IntelliJ IDEA Classic", "role_description": "row", "value": 0, "position": "-391.00;-244.00", "size": "0;24", "children": [{"name": null, "role": "AXStaticText", "description": "IntelliJ IDEA Classic", "role_description": "text", "value": 0, "position": "-391.00;-244.00", "size": "0;24", "children": [{"name": null, "role": "AXStaticText", "description": "IntelliJ IDEA Classic", "role_description": "text", "value": "IntelliJ IDEA Classic", "position": "-391.00;-244.00", "size": "59;21", "children": []}]}]}, {"name": null, "role": "AXRow", "description": "macOS System Shortcuts", "role_description": "row", "value": 0, "position": "-391.00;-244.00", "size": "0;24", "children": [{"name": null, "role": "AXStaticText", "description": "macOS System Shortcuts", "role_description": "text", "value": 0, "position": "-391.00;-244.00", "size": "0;24", "children": [{"name": null, "role": "AXStaticText", "description": "macOS System Shortcuts", "role_description": "text", "value": "macOS System Shortcuts", "position": "-391.00;-244.00", "size": "59;21", "children": []}]}]}, {"name": null, "role": "AXRow", "description": "Emacs", "role_description": "row", "value": 0, "position": "-391.00;-244.00", "size": "0;24", "children": [{"name": null, "role": "AXStaticText", "description": "Emacs", "role_description": "text", "value": 0, "position": "-391.00;-244.00", "size": "0;24", "children": [{"name": null, "role": "AXStaticText", "description": "Emacs", "role_description": "text", "value": "Emacs", "position": "-391.00;-244.00", "size": "59;21", "children": []}]}]}, {"name": null, "role": "AXRow", "description": "Sublime Text", "role_description": "row", "value": 0, "position": "-391.00;-244.00", "size": "0;24", "children": [{"name": null, "role": "AXStaticText", "description": "Sublime Text", "role_description": "text", "value": 0, "position": "-391.00;-244.00", "size": "0;24", "children": [{"name": null, "role": "AXStaticText", "description": "Sublime Text", "role_description": "text", "value": "Sublime Text", "position": "-391.00;-244.00", "size": "59;21", "children": []}]}]}, {"name": null, "role": "No role", "description": "", "role_description": "", "value": null, "position": "", "size": "", "children": []}]}, {"name": null, "role": "AXScrollBar", "description": null, "role_description": "scroll bar", "value": 0, "position": "-391.00;-244.00", "size": "0;0", "children": []}]}]}]}, {"name": null, "role": "AXStaticText", "description": "Label:", "role_description": "text", "value": "Label:", "position": "-391.00;-244.00", "size": "37;17", "children": []}, {"name": null, "role": "AXTextField", "description": "Label:", "role_description": "text field", "value": "macOS", "position": "-391.00;-244.00", "size": "204;34", "children": []}, {"name": null, "role": "AXCheckBox", "description": "Additional:", "role_description": "checkbox", "value": 0, "position": "-391.00;-244.00", "size": "93;25", "children": []}, {"name": null, "role": "AXPopUpButton", "description": null, "role_description": "pop up button", "value": "Windows", "position": "-391.00;-244.00", "size": "213;34", "children": [{"name": null, "role": "AXPopUpButton", "description": null, "role_description": "pop up button", "value": null, "position": "-391.00;-244.00", "size": "0;0", "children": [{"name": null, "role": "AXMenuItem", "description": null, "role_description": "menu item", "value": null, "position": "-391.00;-244.00", "size": "0;0", "children": [{"name": null, "role": "AXList", "description": "list", "role_description": "list", "value": 0, "position": "-391.00;-244.00", "size": "0;0", "children": [{"name": null, "role": "AXRow", "description": "Windows", "role_description": "row", "value": 0, "position": "-391.00;-244.00", "size": "0;24", "children": [{"name": null, "role": "AXStaticText", "description": "Windows", "role_description": "text", "value": 0, "position": "-391.00;-244.00", "size": "0;24", "children": [{"name": null, "role": "AXStaticText", "description": "Windows", "role_description": "text", "value": "Windows", "position": "-391.00;-244.00", "size": "59;21", "children": []}]}]}, {"name": null, "role": "AXRow", "description": "macOS", "role_description": "row", "value": 0, "position": "-391.00;-244.00", "size": "0;24", "children": [{"name": null, "role": "AXStaticText", "description": "macOS", "role_description": "text", "value": 0, "position": "-391.00;-244.00", "size": "0;24", "children": [{"name": null, "role": "AXStaticText", "description": "macOS", "role_description": "text", "value": "macOS", "position": "-391.00;-244.00", "size": "59;21", "children": []}]}]}, {"name": null, "role": "AXRow", "description": "IntelliJ IDEA Classic", "role_description": "row", "value": 0, "position": "-391.00;-244.00", "size": "0;24", "children": [{"name": null, "role": "AXStaticText", "description": "IntelliJ IDEA Classic", "role_description": "text", "value": 0, "position": "-391.00;-244.00", "size": "0;24", "children": [{"name": null, "role": "AXStaticText", "description": "IntelliJ IDEA Classic", "role_description": "text", "value": "IntelliJ IDEA Classic", "position": "-391.00;-244.00", "size": "59;21", "children": []}]}]}, {"name": null, "role": "AXRow", "description": "macOS System Shortcuts", "role_description": "row", "value": 0, "position": "-391.00;-244.00", "size": "0;24", "children": [{"name": null, "role": "AXStaticText", "description": "macOS System Shortcuts", "role_description": "text", "value": 0, "position": "-391.00;-244.00", "size": "0;24", "children": [{"name": null, "role": "AXStaticText", "description": "macOS System Shortcuts", "role_description": "text", "value": "macOS System Shortcuts", "position": "-391.00;-244.00", "size": "59;21", "children": []}]}]}, {"name": null, "role": "AXRow", "description": "Emacs", "role_description": "row", "value": 0, "position": "-391.00;-244.00", "size": "0;24", "children": [{"name": null, "role": "AXStaticText", "description": "Emacs", "role_description": "text", "value": 0, "position": "-391.00;-244.00", "size": "0;24", "children": [{"name": null, "role": "AXStaticText", "description": "Emacs", "role_description": "text", "value": "Emacs", "position": "-391.00;-244.00", "size": "59;21", "children": []}]}]}, {"name": null, "role": "AXRow", "description": "Sublime Text", "role_description": "row", "value": 0, "position": "-391.00;-244.00", "size": "0;24", "children": [{"name": null, "role": "AXStaticText", "description": "Sublime Text", "role_description": "text", "value": 0, "position": "-391.00;-244.00", "size": "0;24", "children": [{"name": null, "role": "AXStaticText", "description": "Sublime Text", "role_description": "text", "value": "Sublime Text", "position": "-391.00;-244.00", "size": "59;21", "children": []}]}]}, {"name": null, "role": "AXRow", "description": "Sublime Text (macOS)", "role_description": "row", "value": 0, "position": "-391.00;-244.00", "size": "0;24", "children": [{"name": null, "role": "AXStaticText", "description": "Sublime Text (macOS)", "role_description": "text", "value": 0, "position": "-391.00;-244.00", "size": "0;24", "children": [{"name": null, "role": "AXStaticText", "description": "Sublime Text (macOS)", "role_description": "text", "value": "Sublime Text (macOS)", "position": "-391.00;-244.00", "size": "59;21", "children": []}]}]}]}, {"name": null, "role": "AXScrollBar", "description": null, "role_description": "scroll bar", "value": 0, "position": "-391.00;-244.00", "size": "0;0", "children": []}]}]}]}, {"name": null, "role": "AXStaticText", "description": "Label:", "role_description": "text", "value": "Label:", "position": "-391.00;-244.00", "size": "37;17", "children": []}, {"name": null, "role": "AXTextField", "description": "Label:", "role_description": "text field", "value": "Win/Linux", "position": "-391.00;-244.00", "size": "204;34", "children": []}]}, {"name": null, "role": "AXPopUpButton", "description": null, "role_description": "pop up button", "value": "macOS", "position": "-391.00;-244.00", "size": "200;34", "children": [{"name": null, "role": "AXPopUpButton", "description": null, "role_description": "pop up button", "value": null, "position": "-391.00;-244.00", "size": "0;0", "children": []}]}, {"name": null, "role": "AXTextField", "description": null, "role_description": "text field", "value": "", "position": "-391.00;-244.00", "size": "200;34", "children": []}, {"name": null, "role": "AXGroup", "description": "Action Toolbar", "role_description": "group", "value": 0, "position": "-391.00;-244.00", "size": "26;34", "children": [{"name": null, "role": "AXButton", "description": "Show Scheme Actions", "role_description": "button", "value": null, "position": "-391.00;-244.00", "size": "26;24", "children": []}]}, {"name": null, "role": "AXStaticText", "description": null, "role_description": "text", "value": null, "position": "-391.00;-244.00", "size": "0;0", "children": []}, {"name": null, "role": "AXLink", "description": "Get more keymaps in Settings | Plugins", "role_description": "link", "value": null, "position": "-391.00;-244.00", "size": "243;17", "children": []}, {"name": null, "role": "AXGroup", "description": "Action Toolbar", "role_description": "group", "value": 0, "position": "-391.00;-244.00", "size": "339;34", "children": [{"name": null, "role": "AXButton", "description": "Expand All", "role_description": "button", "value": null, "position": "-391.00;-244.00", "size": "26;24", "children": []}, {"name": null, "role": "AXButton", "description": "Collapse All", "role_description": "button", "value": null, "position": "-391.00;-244.00", "size": "26;24", "children": []}, {"name": null, "role": "AXButton", "description": "Edit Shortcut", "role_description": "button", "value": null, "position": "-391.00;-244.00", "size": "26;24", "children": []}, {"name": null, "role": "AXButton", "description": "Show conflicts with system shortcuts", "role_description": "button", "value": null, "position": "-391.00;-244.00", "size": "26;24", "children": []}]}, {"name": null, "role": "AXTextField", "description": "Message text filter", "role_description": "text field", "value": "", "position": "-391.00;-244.00", "size": "273;34", "children": []}, {"name": null, "role": "AXGroup", "description": "Action Toolbar", "role_description": "group", "value": 0, "position": "-391.00;-244.00", "size": "66;34", "children": [{"name": null, "role": "AXButton", "description": "Find Actions by Shortcut", "role_description": "button", "value": null, "position": "-391.00;-244.00", "size": "26;24", "children": []}, {"name": null, "role": "AXButton", "description": "Clear Filtering", "role_description": "button", "value": null, "position": "-391.00;-244.00", "size": "26;24", "children": []}]}, {"name": null, "role": "AXScrollArea", "description": null, "role_description": "scroll area", "value": 0, "position": "-391.00;-244.00", "size": "679;424", "children": [{"name": null, "role": "AXScrollBar", "description": null, "role_description": "scroll bar", "value": 0, "position": "-391.00;-244.00", "size": "14;422", "children": []}, {"name": null, "role": "AXScrollBar", "description": null, "role_description": "scroll bar", "value": 0, "position": "-391.00;-244.00", "size": "0;0", "children": []}, {"name": null, "role": "AXOutline", "description": "tree", "role_description": "outline", "value": 0, "position": "-391.00;-244.00", "size": "677;422", "children": [{"name": null, "role": "AXRow", "description": "Editor Actions", "role_description": "row", "value": 0, "position": "-391.00;-244.00", "size": "112;24", "children": [{"name": null, "role": "AXStaticText", "description": "Editor Actions", "role_description": "text", "value": 0, "position": "-391.00;-244.00", "size": "112;24", "children": []}]}, {"name": null, "role": "AXRow", "description": "Main Menu", "role_description": "row", "value": 0, "position": "-391.00;-244.00", "size": "94;24", "children": [{"name": null, "role": "AXStaticText", "description": "Main Menu", "role_description": "text", "value": 0, "position": "-391.00;-244.00", "size": "94;24", "children": []}]}, {"name": null, "role": "AXRow", "description": "Tool Windows", "role_description": "row", "value": 0, "position": "-391.00;-244.00", "size": "113;24", "children": [{"name": null, "role": "AXStaticText", "description": "Tool Windows", "role_description": "text", "value": 0, "position": "-391.00;-244.00", "size": "113;24", "children": []}]}, {"name": null, "role": "AXRow", "description": "External Tools", "role_description": "row", "value": 0, "position": "-391.00;-244.00", "size": "114;24", "children": [{"name": null, "role": "AXStaticText", "description": "External Tools", "role_description": "text", "value": 0, "position": "-391.00;-244.00", "size": "114;24", "children": []}]}, {"name": null, "role": "AXRow", "description": "External Build Systems", "role_description": "row", "value": 0, "position": "-391.00;-244.00", "size": "167;24", "children": [{"name": null, "role": "AXStaticText", "description": "External Build Systems", "role_description": "text", "value": 0, "position": "-391.00;-244.00", "size": "167;24", "children": []}]}, {"name": null, "role": "AXRow", "description": "Version Control Systems", "role_description": "row", "value": 0, "position": "-391.00;-244.00", "size": "178;24", "children": [{"name": null, "role": "AXStaticText", "description": "Version Control Systems", "role_description": "text", "value": 0, "position": "-391.00;-244.00", "size": "178;24", "children": []}]}, {"name": null, "role": "AXRow", "description": "Macros", "role_description": "row", "value": 0, "position": "-391.00;-244.00", "size": "72;24", "children": [{"name": null, "role": "AXStaticText", "description": "Macros", "role_description": "text", "value": 0, "position": "-391.00;-244.00", "size": "72;24", "children": []}]}, {"name": null, "role": "AXRow", "description": "Intentions", "role_description": "row", "value": 0, "position": "-391.00;-244.00", "size": "87;24", "children": [{"name": null, "role": "AXStaticText", "description": "Intentions", "role_description": "text", "value": 0, "position": "-391.00;-244.00", "size": "87;24", "children": []}]}, {"name": null, "role": "AXRow", "description": "Quick Lists", "role_description": "row", "value": 0, "position": "-391.00;-244.00", "size": "94;24", "children": [{"name": null, "role": "AXStaticText", "description": "Quick Lists", "role_description": "text", "value": 0, "position": "-391.00;-244.00", "size": "94;24", "children": []}]}, {"name": null, "role": "AXRow", "description": "Plugins", "role_description": "row", "value": 0, "position": "-391.00;-244.00", "size": "71;24", "children": [{"name": null, "role": "AXStaticText", "description": "Plugins", "role_description": "text", "value": 0, "position": "-391.00;-244.00", "size": "71;24", "children": []}]}, {"name": null, "role": "AXRow", "description": "Other", "role_description": "row", "value": 0, "position": "-391.00;-244.00", "size": "61;24", "children": [{"name": null, "role": "AXStaticText", "description": "Other", "role_description": "text", "value": 0, "position": "-391.00;-244.00", "size": "61;24", "children": []}]}]}]}, {"name": null, "role": "AXStaticText", "description": "Select Previous Tab, Find Action..., Second Basic Completion and 3 more shortcuts conflict with the macOS system shortcuts. Assign custom shortcuts or change the macOS system settings.", "role_description": "text", "value": "Select Previous Tab, Find Action..., Second Basic Completion and 3 more shortcuts conflict with the macOS system shortcuts. Assign custom shortcuts or change the macOS system settings.", "position": "-391.00;-244.00", "size": "793;34", "children": [{"name": null, "role": "AXImage", "description": null, "role_description": "image", "value": null, "position": "-391.00;-244.00", "size": "16;34", "children": []}, {"name": null, "role": "AXTextField", "description": "text/html", "role_description": "text field", "value": "\nSelect Previous Tab, Find Action..., Second Basic Completion and 3 more shortcuts conflict with the macOS system shortcuts. Assign custom shortcuts or change the macOS system settings.", "position": "-391.00;-244.00", "size": "773;34", "children": [{"name": null, "role": "AXTextField", "description": "text/html", "role_description": "text field", "value": null, "position": "-391.00;-244.00", "size": "0;0", "children": []}, {"name": null, "role": "AXTextField", "description": "text/html", "role_description": "text field", "value": null, "position": "-391.00;-244.00", "size": "123;17", "children": []}, {"name": null, "role": "AXTextField", "description": "text/html", "role_description": "text field", "value": null, "position": "-391.00;-244.00", "size": "7;17", "children": []}, {"name": null, "role": "AXTextField", "description": "text/html", "role_description": "text field", "value": null, "position": "-391.00;-244.00", "size": "80;17", "children": []}, {"name": null, "role": "AXTextField", "description": "text/html", "role_description": "text field", "value": null, "position": "-391.00;-244.00", "size": "7;17", "children": []}, {"name": null, "role": "AXTextField", "description": "text/html", "role_description": "text field", "value": null, "position": "-391.00;-244.00", "size": "157;17", "children": []}, {"name": null, "role": "AXTextField", "description": "text/html", "role_description": "text field", "value": null, "position": "-391.00;-244.00", "size": "30;17", "children": []}, {"name": null, "role": "AXTextField", "description": "text/html", "role_description": "text field", "value": null, "position": "-391.00;-244.00", "size": "43;17", "children": []}, {"name": null, "role": "AXTextField", "description": "text/html", "role_description": "text field", "value": null, "position": "-391.00;-244.00", "size": "325;17", "children": []}, {"name": null, "role": "AXTextField", "description": "text/html", "role_description": "text field", "value": null, "position": "-391.00;-244.00", "size": "393;17", "children": []}, {"name": null, "role": "AXTextField", "description": "text/html", "role_description": "text field", "value": null, "position": "-391.00;-244.00", "size": "0;17", "children": []}]}]}, {"name": null, "role": "AXScrollArea", "description": null, "role_description": "scroll area", "value": 0, "position": "-391.00;-244.00", "size": "711;600", "children": [{"name": null, "role": "AXScrollBar", "description": null, "role_description": "scroll bar", "value": 0, "position": "-391.00;-244.00", "size": "14;600", "children": []}, {"name": null, "role": "AXScrollBar", "description": null, "role_description": "scroll bar", "value": 0, "position": "-391.00;-244.00", "size": "0;0", "children": []}, {"name": null, "role": "AXStaticText", "description": "Mouse Control", "role_description": "text", "value": "Mouse Control", "position": "-391.00;-244.00", "size": "90;17", "children": []}, {"name": null, "role": "AXCheckBox", "description": "Change font size with Command+Mouse Wheel in:", "role_description": "checkbox", "value": 0, "position": "-391.00;-244.00", "size": "338;25", "children": []}, {"name": null, "role": "AXRadioButton", "description": "Active editor", "role_description": "radio button", "value": 1, "position": "-391.00;-244.00", "size": "106;25", "children": []}, {"name": null, "role": "AXRadioButton", "description": "All editors", "role_description": "radio button", "value": 0, "position": "-391.00;-244.00", "size": "89;25", "children": []}, {"name": null, "role": "AXCheckBox", "description": "Move code fragments with drag-and-drop", "role_description": "checkbox", "value": 1, "position": "-391.00;-244.00", "size": "288;25", "children": []}, {"name": null, "role": "AXTextField", "description": "text/html", "role_description": "text field", "value": "\nTo copy, hold Command while dragging", "position": "-391.00;-244.00", "size": "351;15", "children": [{"name": null, "role": "AXTextField", "description": "text/html", "role_description": "text field", "value": null, "position": "-391.00;-244.00", "size": "0;0", "children": []}, {"name": null, "role": "AXTextField", "description": "text/html", "role_description": "text field", "value": null, "position": "-391.00;-244.00", "size": "225;15", "children": []}, {"name": null, "role": "AXTextField", "description": "text/html", "role_description": "text field", "value": null, "position": "-391.00;-244.00", "size": "0;15", "children": []}]}, {"name": null, "role": "AXStaticText", "description": "Soft Wraps", "role_description": "text", "value": "Soft Wraps", "position": "-391.00;-244.00", "size": "68;17", "children": []}, {"name": null, "role": "AXCheckBox", "description": "Soft-wrap these files:", "role_description": "checkbox", "value": 0, "position": "-391.00;-244.00", "size": "161;25", "children": []}, {"name": null, "role": "AXTextField", "description": "Use * and ? as wildcards and ; to separate patterns", "role_description": "text field", "value": "*.md; *.txt; *.rst; *.adoc", "position": "-391.00;-244.00", "size": "402;34", "children": []}, {"name": null, "role": "AXTextField", "description": "text/html", "role_description": "text field", "value": "\nUse * and ? as wildcards and ; to separate patterns", "position": "-391.00;-244.00", "size": "290;15", "children": [{"name": null, "role": "AXTextField", "description": "text/html", "role_description": "text field", "value": null, "position": "-391.00;-244.00", "size": "0;0", "children": []}, {"name": null, "role": "AXTextField", "description": "text/html", "role_description": "text field", "value": null, "position": "-391.00;-244.00", "size": "290;15", "children": []}, {"name": null, "role": "AXTextField", "description": "text/html", "role_description": "text field", "value": null, "position": "-391.00;-244.00", "size": "0;15", "children": []}]}, {"name": null, "role": "AXCheckBox", "description": "Use the original line's indent for wrapped fragments", "role_description": "checkbox", "value": 1, "position": "-391.00;-244.00", "size": "346;25", "children": []}, {"name": null, "role": "AXStaticText", "description": "Add additional indent:", "role_description": "text", "value": "Add additional indent:", "position": "-391.00;-244.00", "size": "135;17", "children": []}, {"name": null, "role": "AXTextField", "description": "Add additional indent:", "role_description": "text field", "value": "0", "position": "-391.00;-244.00", "size": "49;34", "children": []}, {"name": null, "role": "AXStaticText", "description": "symbols", "role_description": "text", "value": "symbols", "position": "-391.00;-244.00", "size": "51;17", "children": []}, {"name": null, "role": "AXCheckBox", "description": "Only show soft-wrap indicators for the current line", "role_description": "checkbox", "value": 1, "position": "-391.00;-244.00", "size": "338;25", "children": []}, {"name": null, "role": "AXStaticText", "description": "Virtual Space", "role_description": "text", "value": "Virtual Space", "position": "-391.00;-244.00", "size": "81;17", "children": []}, {"name": null, "role": "AXStaticText", "description": "Allow caret placement:", "role_description": "text", "value": "Allow caret placement:", "position": "-391.00;-244.00", "size": "140;17", "children": []}, {"name": null, "role": "AXCheckBox", "description": "After the end of line", "role_description": "checkbox", "value": 0, "position": "-391.00;-244.00", "size": "150;25", "children": []}, {"name": null, "role": "AXCheckBox", "description": "Inside tabs", "role_description": "checkbox", "value": 0, "position": "-391.00;-244.00", "size": "95;25", "children": []}, {"name": null, "role": "AXCheckBox", "description": "Show virtual space at the bottom of the file", "role_description": "checkbox", "value": 0, "position": "-391.00;-244.00", "size": "294;25", "children": []}, {"name": null, "role": "AXStaticText", "description": "Scroll Offset", "role_description": "text", "value": "Scroll Offset", "position": "-391.00;-244.00", "size": "76;17", "children": []}, {"name": null, "role": "AXStaticText", "description": "Vertical scroll offset:", "role_description": "text", "value": "Vertical scroll offset:", "position": "-391.00;-244.00", "size": "127;17", "children": []}, {"name": null, "role": "AXTextField", "description": "Vertical scroll offset:", "role_description": "text field", "value": "1", "position": "-391.00;-244.00", "size": "72;34", "children": []}, {"name": null, "role": "AXStaticText", "description": "Vertical scroll jump:", "role_description": "text", "value": "Vertical scroll jump:", "position": "-391.00;-244.00", "size": "120;17", "children": []}, {"name": null, "role": "AXTextField", "description": "Vertical scroll jump:", "role_description": "text field", "value": "0", "position": "-391.00;-244.00", "size": "72;34", "children": []}, {"name": null, "role": "AXStaticText", "description": "Horizontal scroll offset:", "role_description": "text", "value": "Horizontal scroll offset:", "position": "-391.00;-244.00", "size": "143;17", "children": []}, {"name": null, "role": "AXTextField", "description": "Horizontal scroll offset:", "role_description": "text field", "value": "3", "position": "-391.00;-244.00", "size": "72;34", "children": []}, {"name": null, "role": "AXStaticText", "description": "Horizontal scroll jump:", "role_description": "text", "value": "Horizontal scroll jump:", "position": "-391.00;-244.00", "size": "136;17", "children": []}, {"name": null, "role": "AXTextField", "description": "Horizontal scroll jump:", "role_description": "text field", "value": "0", "position": "-391.00;-244.00", "size": "72;34", "children": []}, {"name": null, "role": "AXStaticText", "description": "Caret Movement", "role_description": "text", "value": "Caret Movement", "position": "-391.00;-244.00", "size": "103;17", "children": []}, {"name": null, "role": "AXStaticText", "description": "When moving by words:", "role_description": "text", "value": "When moving by words:", "position": "-391.00;-244.00", "size": "148;17", "children": []}, {"name": null, "role": "AXPopUpButton", "description": "When moving by words:", "role_description": "pop up button", "value": "Jump to the current word boundaries PyCharm default", "position": "-391.00;-244.00", "size": "428;34", "children": [{"name": null, "role": "AXPopUpButton", "description": null, "role_description": "pop up button", "value": null, "position": "-391.00;-244.00", "size": "0;0", "children": []}]}, {"name": null, "role": "AXStaticText", "description": "Upon line break:", "role_description": "text", "value": "Upon line break:", "position": "-391.00;-244.00", "size": "100;17", "children": []}, {"name": null, "role": "AXPopUpButton", "description": "Upon line break:", "role_description": "pop up button", "value": "Jump to the next/previous line boundaries PyCharm default", "position": "-391.00;-244.00", "size": "428;34", "children": [{"name": null, "role": "AXPopUpButton", "description": null, "role_description": "pop up button", "value": null, "position": "-391.00;-244.00", "size": "0;0", "children": []}]}, {"name": null, "role": "AXStaticText", "description": "Scrolling", "role_description": "text", "value": "Scrolling", "position": "-391.00;-244.00", "size": "53;17", "children": []}, {"name": null, "role": "AXCheckBox", "description": "Enable smooth scrolling", "role_description": "checkbox", "value": 1, "position": "-391.00;-244.00", "size": "174;25", "children": []}, {"name": null, "role": "AXStaticText", "description": "Caret behavior:", "role_description": "text", "value": "Caret behavior:", "position": "-391.00;-244.00", "size": "95;17", "children": []}, {"name": null, "role": "AXRadioButton", "description": "Keep the caret in place, scroll editor canvas", "role_description": "radio button", "value": 1, "position": "-391.00;-244.00", "size": "297;25", "children": []}, {"name": null, "role": "AXRadioButton", "description": "Move caret, minimize editor scrolling", "role_description": "radio button", "value": 0, "position": "-391.00;-244.00", "size": "254;25", "children": []}, {"name": null, "role": "AXStaticText", "description": "Rich-Text Copy", "role_description": "text", "value": "Rich-Text Copy", "position": "-391.00;-244.00", "size": "96;17", "children": []}, {"name": null, "role": "AXCheckBox", "description": "Copy (⌘C) as rich text", "role_description": "checkbox", "value": 1, "position": "-391.00;-244.00", "size": "168;25", "children": []}, {"name": null, "role": "AXTextField", "description": "text/html", "role_description": "text field", "value": "\nAll formatting will be copied, including font, colors and so on", "position": "-391.00;-244.00", "size": "471;15", "children": [{"name": null, "role": "AXTextField", "description": "text/html", "role_description": "text field", "value": null, "position": "-391.00;-244.00", "size": "0;0", "children": []}, {"name": null, "role": "AXTextField", "description": "text/html", "role_description": "text field", "value": null, "position": "-391.00;-244.00", "size": "342;15", "children": []}, {"name": null, "role": "AXTextField", "description": "text/html", "role_description": "text field", "value": null, "position": "-391.00;-244.00", "size": "0;15", "children": []}]}, {"name": null, "role": "AXStaticText", "description": "Color scheme for copied fragment:", "role_description": "text", "value": "Color scheme for copied fragment:", "position": "-391.00;-244.00", "size": "214;17", "children": []}, {"name": null, "role": "AXPopUpButton", "description": "Color scheme for copied fragment:", "role_description": "pop up button", "value": "Active scheme", "position": "-391.00;-244.00", "size": "213;34", "children": [{"name": null, "role": "AXPopUpButton", "description": null, "role_description": "pop up button", "value": null, "position": "-391.00;-244.00", "size": "0;0", "children": [{"name": null, "role": "AXMenuItem", "description": null, "role_description": "menu item", "value": null, "position": "-391.00;-244.00", "size": "0;0", "children": [{"name": null, "role": "AXList", "description": "list", "role_description": "list", "value": 0, "position": "-391.00;-244.00", "size": "0;0", "children": [{"name": null, "role": "AXRow", "description": "Active scheme", "role_description": "row", "value": 0, "position": "-391.00;-244.00", "size": "0;24", "children": [{"name": null, "role": "AXStaticText", "description": "Active scheme", "role_description": "text", "value": 0, "position": "-391.00;-244.00", "size": "0;24", "children": [{"name": null, "role": "AXStaticText", "description": "Active scheme", "role_description": "text", "value": "Active scheme", "position": "-391.00;-244.00", "size": "93;21", "children": []}]}]}, {"name": null, "role": "AXRow", "description": "Light", "role_description": "row", "value": 0, "position": "-391.00;-244.00", "size": "0;24", "children": [{"name": null, "role": "AXStaticText", "description": "Light", "role_description": "text", "value": 0, "position": "-391.00;-244.00", "size": "0;24", "children": [{"name": null, "role": "AXStaticText", "description": "Light", "role_description": "text", "value": "Light", "position": "-391.00;-244.00", "size": "93;21", "children": []}]}]}, {"name": null, "role": "AXRow", "description": "Dark", "role_description": "row", "value": 0, "position": "-391.00;-244.00", "size": "0;24", "children": [{"name": null, "role": "AXStaticText", "description": "Dark", "role_description": "text", "value": 0, "position": "-391.00;-244.00", "size": "0;24", "children": [{"name": null, "role": "AXStaticText", "description": "Dark", "role_description": "text", "value": "Dark", "position": "-391.00;-244.00", "size": "93;21", "children": []}]}]}, {"name": null, "role": "AXRow", "description": "High Contrast", "role_description": "row", "value": 0, "position": "-391.00;-244.00", "size": "0;24", "children": [{"name": null, "role": "AXStaticText", "description": "High Contrast", "role_description": "text", "value": 0, "position": "-391.00;-244.00", "size": "0;24", "children": [{"name": null, "role": "AXStaticText", "description": "High Contrast", "role_description": "text", "value": "High Contrast", "position": "-391.00;-244.00", "size": "93;21", "children": []}]}]}, {"name": null, "role": "AXRow", "description": "Classic Light", "role_description": "row", "value": 0, "position": "-391.00;-244.00", "size": "0;24", "children": [{"name": null, "role": "AXStaticText", "description": "Classic Light", "role_description": "text", "value": 0, "position": "-391.00;-244.00", "size": "0;24", "children": [{"name": null, "role": "AXStaticText", "description": "Classic Light", "role_description": "text", "value": "Classic Light", "position": "-391.00;-244.00", "size": "93;21", "children": []}]}]}, {"name": null, "role": "AXRow", "description": "Darcula", "role_description": "row", "value": 0, "position": "-391.00;-244.00", "size": "0;24", "children": [{"name": null, "role": "AXStaticText", "description": "Darcula", "role_description": "text", "value": 0, "position": "-391.00;-244.00", "size": "0;24", "children": [{"name": null, "role": "AXStaticText", "description": "Darcula", "role_description": "text", "value": "Darcula", "position": "-391.00;-244.00", "size": "93;21", "children": []}]}]}, {"name": null, "role": "AXRow", "description": "Darcula Contrast", "role_description": "row", "value": 0, "position": "-391.00;-244.00", "size": "0;24", "children": [{"name": null, "role": "AXStaticText", "description": "Darcula Contrast", "role_description": "text", "value": 0, "position": "-391.00;-244.00", "size": "0;24", "children": [{"name": null, "role": "AXStaticText", "description": "Darcula Contrast", "role_description": "text", "value": "Darcula Contrast", "position": "-391.00;-244.00", "size": "93;21", "children": []}]}]}, {"name": null, "role": "AXRow", "description": "Github", "role_description": "row", "value": 0, "position": "-391.00;-244.00", "size": "0;24", "children": [{"name": null, "role": "AXStaticText", "description": "Github", "role_description": "text", "value": 0, "position": "-391.00;-244.00", "size": "0;24", "children": [{"name": null, "role": "AXStaticText", "description": "Github", "role_description": "text", "value": "Github", "position": "-391.00;-244.00", "size": "93;21", "children": []}]}]}, {"name": null, "role": "AXRow", "description": "IntelliJ Light", "role_description": "row", "value": 0, "position": "-391.00;-244.00", "size": "0;24", "children": [{"name": null, "role": "AXStaticText", "description": "IntelliJ Light", "role_description": "text", "value": 0, "position": "-391.00;-244.00", "size": "0;24", "children": [{"name": null, "role": "AXStaticText", "description": "IntelliJ Light", "role_description": "text", "value": "IntelliJ Light", "position": "-391.00;-244.00", "size": "93;21", "children": []}]}]}, {"name": null, "role": "AXRow", "description": "Monokai", "role_description": "row", "value": 0, "position": "-391.00;-244.00", "size": "0;24", "children": [{"name": null, "role": "AXStaticText", "description": "Monokai", "role_description": "text", "value": 0, "position": "-391.00;-244.00", "size": "0;24", "children": [{"name": null, "role": "AXStaticText", "description": "Monokai", "role_description": "text", "value": "Monokai", "position": "-391.00;-244.00", "size": "93;21", "children": []}]}]}, {"name": null, "role": "AXRow", "description": "Twilight", "role_description": "row", "value": 0, "position": "-391.00;-244.00", "size": "0;24", "children": [{"name": null, "role": "AXStaticText", "description": "Twilight", "role_description": "text", "value": 0, "position": "-391.00;-244.00", "size": "0;24", "children": [{"name": null, "role": "AXStaticText", "description": "Twilight", "role_description": "text", "value": "Twilight", "position": "-391.00;-244.00", "size": "93;21", "children": []}]}]}, {"name": null, "role": "AXRow", "description": "WarmNeon", "role_description": "row", "value": 0, "position": "-391.00;-244.00", "size": "0;24", "children": [{"name": null, "role": "AXStaticText", "description": "WarmNeon", "role_description": "text", "value": 0, "position": "-391.00;-244.00", "size": "0;24", "children": [{"name": null, "role": "AXStaticText", "description": "WarmNeon", "role_description": "text", "value": "WarmNeon", "position": "-391.00;-244.00", "size": "93;21", "children": []}]}]}]}, {"name": null, "role": "AXScrollBar", "description": null, "role_description": "scroll bar", "value": 0, "position": "-391.00;-244.00", "size": "0;0", "children": []}]}]}]}, {"name": null, "role": "AXStaticText", "description": "On Save", "role_description": "text", "value": "On Save", "position": "-391.00;-244.00", "size": "52;17", "children": []}, {"name": null, "role": "AXCheckBox", "description": "Remove trailing spaces on:", "role_description": "checkbox", "value": 1, "position": "-391.00;-244.00", "size": "193;25", "children": []}, {"name": null, "role": "AXPopUpButton", "description": null, "role_description": "pop up button", "value": "Modified lines", "position": "-391.00;-244.00", "size": "142;34", "children": [{"name": null, "role": "AXPopUpButton", "description": null, "role_description": "pop up button", "value": null, "position": "-391.00;-244.00", "size": "0;0", "children": [{"name": null, "role": "AXMenuItem", "description": null, "role_description": "menu item", "value": null, "position": "-391.00;-244.00", "size": "0;0", "children": [{"name": null, "role": "AXList", "description": "list", "role_description": "list", "value": 0, "position": "-391.00;-244.00", "size": "0;0", "children": [{"name": null, "role": "AXRow", "description": "Modified lines", "role_description": "row", "value": 0, "position": "-391.00;-244.00", "size": "0;24", "children": [{"name": null, "role": "AXStaticText", "description": "Modified lines", "role_description": "text", "value": 0, "position": "-391.00;-244.00", "size": "0;24", "children": [{"name": null, "role": "AXStaticText", "description": "Modified lines", "role_description": "text", "value": "Modified lines", "position": "-391.00;-244.00", "size": "88;21", "children": []}]}]}, {"name": null, "role": "AXRow", "description": "All lines", "role_description": "row", "value": 0, "position": "-391.00;-244.00", "size": "0;24", "children": [{"name": null, "role": "AXStaticText", "description": "All lines", "role_description": "text", "value": 0, "position": "-391.00;-244.00", "size": "0;24", "children": [{"name": null, "role": "AXStaticText", "description": "All lines", "role_description": "text", "value": "All lines", "position": "-391.00;-244.00", "size": "88;21", "children": []}]}]}]}, {"name": null, "role": "AXScrollBar", "description": null, "role_description": "scroll bar", "value": 0, "position": "-391.00;-244.00", "size": "0;0", "children": []}]}]}]}, {"name": null, "role": "AXCheckBox", "description": "Keep trailing spaces on caret line", "role_description": "checkbox", "value": 1, "position": "-391.00;-244.00", "size": "232;25", "children": []}, {"name": null, "role": "AXCheckBox", "description": "Remove trailing blank lines at the end of saved files", "role_description": "checkbox", "value": 0, "position": "-391.00;-244.00", "size": "344;25", "children": []}, {"name": null, "role": "AXCheckBox", "description": "Ensure every saved file ends with a line break", "role_description": "checkbox", "value": 0, "position": "-391.00;-244.00", "size": "309;25", "children": []}]}, {"name": null, "role": "AXScrollArea", "description": null, "role_description": "scroll area", "value": 0, "position": "-391.00;-244.00", "size": "711;600", "children": [{"name": null, "role": "AXStaticText", "description": "Personalize source code appearance by changing fonts, highlighting styles, indents, etc. Customize the Editor from line numbers, caret placement and tabs to source code inspections, setting up templates and file encodings.", "role_description": "text", "value": "Personalize source code appearance by changing fonts, highlighting styles, indents, etc. Customize the Editor from line numbers, caret placement and tabs to source code inspections, setting up templates and file encodings.", "position": "-391.00;-244.00", "size": "679;51", "children": []}, {"name": null, "role": "AXLink", "description": "General", "role_description": "link", "value": null, "position": "-391.00;-244.00", "size": "50;17", "children": []}, {"name": null, "role": "AXLink", "description": "Code Editing", "role_description": "link", "value": null, "position": "-391.00;-244.00", "size": "81;17", "children": []}, {"name": null, "role": "AXLink", "description": "Font", "role_description": "link", "value": null, "position": "-391.00;-244.00", "size": "30;17", "children": []}, {"name": null, "role": "AXLink", "description": "Color Scheme", "role_description": "link", "value": null, "position": "-391.00;-244.00", "size": "88;17", "children": []}, {"name": null, "role": "AXLink", "description": "Code Style", "role_description": "link", "value": null, "position": "-391.00;-244.00", "size": "69;17", "children": []}, {"name": null, "role": "AXLink", "description": "Inspections", "role_description": "link", "value": null, "position": "-391.00;-244.00", "size": "73;17", "children": []}, {"name": null, "role": "AXLink", "description": "File and Code Templates", "role_description": "link", "value": null, "position": "-391.00;-244.00", "size": "155;17", "children": []}, {"name": null, "role": "AXLink", "description": "File Encodings", "role_description": "link", "value": null, "position": "-391.00;-244.00", "size": "91;17", "children": []}, {"name": null, "role": "AXLink", "description": "Live Templates", "role_description": "link", "value": null, "position": "-391.00;-244.00", "size": "96;17", "children": []}, {"name": null, "role": "AXLink", "description": "File Types", "role_description": "link", "value": null, "position": "-391.00;-244.00", "size": "65;17", "children": []}, {"name": null, "role": "AXLink", "description": "Copyright", "role_description": "link", "value": null, "position": "-391.00;-244.00", "size": "63;17", "children": []}, {"name": null, "role": "AXLink", "description": "Inlay Hints", "role_description": "link", "value": null, "position": "-391.00;-244.00", "size": "66;17", "children": []}, {"name": null, "role": "AXLink", "description": "Emmet", "role_description": "link", "value": null, "position": "-391.00;-244.00", "size": "45;17", "children": []}, {"name": null, "role": "AXLink", "description": "Intentions", "role_description": "link", "value": null, "position": "-391.00;-244.00", "size": "63;17", "children": []}, {"name": null, "role": "AXLink", "description": "Language Injections", "role_description": "link", "value": null, "position": "-391.00;-244.00", "size": "125;17", "children": []}, {"name": null, "role": "AXLink", "description": "Natural Languages", "role_description": "link", "value": null, "position": "-391.00;-244.00", "size": "118;17", "children": []}, {"name": null, "role": "AXLink", "description": "Reader Mode", "role_description": "link", "value": null, "position": "-391.00;-244.00", "size": "84;17", "children": []}, {"name": null, "role": "AXLink", "description": "TextMate Bundles", "role_description": "link", "value": null, "position": "-391.00;-244.00", "size": "114;17", "children": []}, {"name": null, "role": "AXLink", "description": "TODO", "role_description": "link", "value": null, "position": "-391.00;-244.00", "size": "39;17", "children": []}, {"name": null, "role": "AXScrollBar", "description": null, "role_description": "scroll bar", "value": 0, "position": "-391.00;-244.00", "size": "0;0", "children": []}, {"name": null, "role": "AXScrollBar", "description": null, "role_description": "scroll bar", "value": 0, "position": "-391.00;-244.00", "size": "0;0", "children": []}]}, {"name": null, "role": "AXScrollArea", "description": null, "role_description": "scroll area", "value": 0, "position": "-391.00;-244.00", "size": "711;600", "children": [{"name": null, "role": "AXScrollBar", "description": null, "role_description": "scroll bar", "value": 0, "position": "-391.00;-244.00", "size": "14;600", "children": []}, {"name": null, "role": "AXScrollBar", "description": null, "role_description": "scroll bar", "value": 0, "position": "-391.00;-244.00", "size": "0;0", "children": []}, {"name": null, "role": "AXStaticText", "description": "Highlight on Caret Movement", "role_description": "text", "value": "Highlight on Caret Movement", "position": "-391.00;-244.00", "size": "180;17", "children": []}, {"name": null, "role": "AXCheckBox", "description": "Matched brace", "role_description": "checkbox", "value": 1, "position": "-391.00;-244.00", "size": "121;25", "children": []}, {"name": null, "role": "AXCheckBox", "description": "Current scope", "role_description": "checkbox", "value": 0, "position": "-391.00;-244.00", "size": "116;25", "children": []}, {"name": null, "role": "AXCheckBox", "description": "Usages of element at caret", "role_description": "checkbox", "value": 1, "position": "-391.00;-244.00", "size": "194;25", "children": []}, {"name": null, "role": "AXStaticText", "description": "Quick Documentation", "role_description": "text", "value": "Quick Documentation", "position": "-391.00;-244.00", "size": "132;17", "children": []}, {"name": null, "role": "AXCheckBox", "description": "Show quick documentation on hover", "role_description": "checkbox", "value": 1, "position": "-391.00;-244.00", "size": "253;25", "children": []}, {"name": null, "role": "AXTextField", "description": "text/html", "role_description": "text field", "value": "\nQuick documentation on mouse hover is not available with screen reader support. To turn it off, go to the Appearance settings.", "position": "-391.00;-244.00", "size": "0;0", "children": [{"name": null, "role": "AXTextField", "description": "text/html", "role_description": "text field", "value": null, "position": "-391.00;-244.00", "size": "0;0", "children": []}, {"name": null, "role": "AXTextField", "description": "text/html", "role_description": "text field", "value": null, "position": "-391.00;-244.00", "size": "0;0", "children": []}, {"name": null, "role": "AXTextField", "description": "text/html", "role_description": "text field", "value": null, "position": "-391.00;-244.00", "size": "0;0", "children": []}, {"name": null, "role": "AXTextField", "description": "text/html", "role_description": "text field", "value": null, "position": "-391.00;-244.00", "size": "0;0", "children": []}, {"name": null, "role": "AXTextField", "description": "text/html", "role_description": "text field", "value": null, "position": "-391.00;-244.00", "size": "0;0", "children": []}]}, {"name": null, "role": "AXStaticText", "description": "Refactorings", "role_description": "text", "value": "Refactorings", "position": "-391.00;-244.00", "size": "78;17", "children": []}, {"name": null, "role": "AXStaticText", "description": "Specify refactoring options:", "role_description": "text", "value": "Specify refactoring options:", "position": "-391.00;-244.00", "size": "170;17", "children": []}, {"name": null, "role": "AXRadioButton", "description": "In the editor", "role_description": "radio button", "value": 1, "position": "-391.00;-244.00", "size": "102;25", "children": []}, {"name": null, "role": "AXRadioButton", "description": "In modal dialogs", "role_description": "radio button", "value": 0, "position": "-391.00;-244.00", "size": "128;25", "children": []}, {"name": null, "role": "AXCheckBox", "description": "Preselect current symbol name for Rename refactoring", "role_description": "checkbox", "value": 1, "position": "-391.00;-244.00", "size": "365;25", "children": []}, {"name": null, "role": "AXCheckBox", "description": "Show inline dialog for local variables", "role_description": "checkbox", "value": 1, "position": "-391.00;-244.00", "size": "251;25", "children": []}, {"name": null, "role": "AXStaticText", "description": "Error Highlighting", "role_description": "text", "value": "Error Highlighting", "position": "-391.00;-244.00", "size": "107;17", "children": []}, {"name": null, "role": "AXStaticText", "description": "Error stripe mark min height:", "role_description": "text", "value": "Error stripe mark min height:", "position": "-391.00;-244.00", "size": "174;17", "children": []}, {"name": null, "role": "AXTextField", "description": "Error stripe mark min height:", "role_description": "text field", "value": "2", "position": "-391.00;-244.00", "size": "50;34", "children": []}, {"name": null, "role": "AXStaticText", "description": "pixels", "role_description": "text", "value": "pixels", "position": "-391.00;-244.00", "size": "35;17", "children": []}, {"name": null, "role": "AXStaticText", "description": "Autoreparse delay:", "role_description": "text", "value": "Autoreparse delay:", "position": "-391.00;-244.00", "size": "116;17", "children": []}, {"name": null, "role": "AXTextField", "description": "Autoreparse delay:", "role_description": "text field", "value": "300", "position": "-391.00;-244.00", "size": "50;34", "children": []}, {"name": null, "role": "AXStaticText", "description": "milliseconds", "role_description": "text", "value": "milliseconds", "position": "-391.00;-244.00", "size": "75;17", "children": []}, {"name": null, "role": "AXStaticText", "description": "The 'Next Error' action goes through:", "role_description": "text", "value": "The 'Next Error' action goes through:", "position": "-391.00;-244.00", "size": "226;17", "children": []}, {"name": null, "role": "AXPopUpButton", "description": "The 'Next Error' action goes through:", "role_description": "pop up button", "value": "The problems with the highest priority", "position": "-391.00;-244.00", "size": "299;34", "children": [{"name": null, "role": "AXPopUpButton", "description": null, "role_description": "pop up button", "value": null, "position": "-391.00;-244.00", "size": "0;0", "children": [{"name": null, "role": "AXMenuItem", "description": null, "role_description": "menu item", "value": null, "position": "-391.00;-244.00", "size": "0;0", "children": [{"name": null, "role": "AXList", "description": "list", "role_description": "list", "value": 0, "position": "-391.00;-244.00", "size": "0;0", "children": [{"name": null, "role": "AXRow", "description": "The problems with the highest priority", "role_description": "row", "value": 0, "position": "-391.00;-244.00", "size": "0;24", "children": [{"name": null, "role": "AXStaticText", "description": "The problems with the highest priority", "role_description": "text", "value": 0, "position": "-391.00;-244.00", "size": "0;24", "children": []}]}, {"name": null, "role": "AXRow", "description": "All problems", "role_description": "row", "value": 0, "position": "-391.00;-244.00", "size": "0;24", "children": [{"name": null, "role": "AXStaticText", "description": "All problems", "role_description": "text", "value": 0, "position": "-391.00;-244.00", "size": "0;24", "children": []}]}]}, {"name": null, "role": "AXScrollBar", "description": null, "role_description": "scroll bar", "value": 0, "position": "-391.00;-244.00", "size": "0;0", "children": []}]}]}]}, {"name": null, "role": "AXStaticText", "description": "Editor Tooltips", "role_description": "text", "value": "Editor Tooltips", "position": "-391.00;-244.00", "size": "89;17", "children": []}, {"name": null, "role": "AXStaticText", "description": "Tooltip delay:", "role_description": "text", "value": "Tooltip delay:", "position": "-391.00;-244.00", "size": "83;17", "children": []}, {"name": null, "role": "AXTextField", "description": "Tooltip delay:", "role_description": "text field", "value": "500", "position": "-391.00;-244.00", "size": "50;34", "children": []}, {"name": null, "role": "AXStaticText", "description": "milliseconds", "role_description": "text", "value": "milliseconds", "position": "-391.00;-244.00", "size": "75;17", "children": []}]}, {"name": null, "role": "AXImage", "description": null, "role_description": "image", "value": null, "position": "-391.00;-244.00", "size": "16;16", "children": []}, {"name": null, "role": "AXStaticText", "description": "", "role_description": "text", "value": "", "position": "-391.00;-244.00", "size": "0;0", "children": []}, {"name": null, "role": "AXStaticText", "description": "— defined in the color scheme", "role_description": "text", "value": "— defined in the color scheme", "position": "-391.00;-244.00", "size": "187;17", "children": []}, {"name": null, "role": "AXImage", "description": null, "role_description": "image", "value": null, "position": "-391.00;-244.00", "size": "6;17", "children": []}, {"name": null, "role": "AXStaticText", "description": "Font:", "role_description": "text", "value": "Font:", "position": "-391.00;-244.00", "size": "31;17", "children": []}, {"name": null, "role": "AXPopUpButton", "description": "Font:", "role_description": "pop up button", "value": "Droid Sans Mono", "position": "-391.00;-244.00", "size": "302;34", "children": [{"name": null, "role": "AXPopUpButton", "description": null, "role_description": "pop up button", "value": null, "position": "-391.00;-244.00", "size": "0;0", "children": []}]}, {"name": null, "role": "AXStaticText", "description": "Size:", "role_description": "text", "value": "Size:", "position": "-391.00;-244.00", "size": "30;17", "children": []}, {"name": null, "role": "AXTextField", "description": "Size:", "role_description": "text field", "value": "13.0", "position": "-391.00;-244.00", "size": "50;34", "children": []}, {"name": null, "role": "AXStaticText", "description": "Line height:", "role_description": "text", "value": "Line height:", "position": "-391.00;-244.00", "size": "71;17", "children": []}, {"name": null, "role": "AXTextField", "description": "Line height:", "role_description": "text field", "value": "1.2", "position": "-391.00;-244.00", "size": "50;34", "children": []}, {"name": null, "role": "AXCheckBox", "description": "Enable ligatures", "role_description": "checkbox", "value": 0, "position": "-391.00;-244.00", "size": "126;25", "children": []}, {"name": null, "role": "AXImage", "description": "<html>Use several characters as a single<br>ligature. Ligatures enhance code<br>readability. Use the section below<br>to preview the changes", "role_description": "image", "value": null, "position": "-391.00;-244.00", "size": "16;16", "children": []}, {"name": null, "role": "AXTextField", "description": "text/html", "role_description": "text field", "value": "\nSee line height and ligatures also in Reader mode", "position": "-391.00;-244.00", "size": "280;15", "children": [{"name": null, "role": "AXTextField", "description": "text/html", "role_description": "text field", "value": null, "position": "-391.00;-244.00", "size": "0;0", "children": []}, {"name": null, "role": "AXTextField", "description": "text/html", "role_description": "text field", "value": null, "position": "-391.00;-244.00", "size": "204;15", "children": []}, {"name": null, "role": "AXTextField", "description": "text/html", "role_description": "text field", "value": null, "position": "-391.00;-244.00", "size": "76;15", "children": []}, {"name": null, "role": "AXTextField", "description": "text/html", "role_description": "text field", "value": null, "position": "-391.00;-244.00", "size": "0;15", "children": []}]}, {"name": null, "role": "AXLink", "description": "Restore defaults", "role_description": "link", "value": null, "position": "-391.00;-244.00", "size": "0;0", "children": []}, {"name": null, "role": "AXStaticText", "description": "Typography Settings", "role_description": "text", "value": "Typography Settings", "position": "-391.00;-244.00", "size": "158;29", "children": []}, {"name": null, "role": "AXStaticText", "description": "Main weight:", "role_description": "text", "value": "Main weight:", "position": "-391.00;-244.00", "size": "0;0", "children": []}, {"name": null, "role": "AXPopUpButton", "description": "Main weight:", "role_description": "pop up button", "value": "Regular", "position": "-391.00;-244.00", "size": "0;0", "children": [{"name": null, "role": "AXPopUpButton", "description": null, "role_description": "pop up button", "value": null, "position": "-391.00;-244.00", "size": "0;0", "children": [{"name": null, "role": "AXMenuItem", "description": null, "role_description": "menu item", "value": null, "position": "-391.00;-244.00", "size": "0;0", "children": [{"name": null, "role": "AXList", "description": "list", "role_description": "list", "value": 0, "position": "-391.00;-244.00", "size": "0;0", "children": [{"name": null, "role": "AXRow", "description": "Thin", "role_description": "row", "value": 0, "position": "-391.00;-244.00", "size": "0;24", "children": [{"name": null, "role": "AXStaticText", "description": "Thin", "role_description": "text", "value": 0, "position": "-391.00;-244.00", "size": "0;24", "children": []}]}, {"name": null, "role": "AXRow", "description": "ExtraLight", "role_description": "row", "value": 0, "position": "-391.00;-244.00", "size": "0;24", "children": [{"name": null, "role": "AXStaticText", "description": "ExtraLight", "role_description": "text", "value": 0, "position": "-391.00;-244.00", "size": "0;24", "children": []}]}, {"name": null, "role": "AXRow", "description": "Light", "role_description": "row", "value": 0, "position": "-391.00;-244.00", "size": "0;24", "children": [{"name": null, "role": "AXStaticText", "description": "Light", "role_description": "text", "value": 0, "position": "-391.00;-244.00", "size": "0;24", "children": []}]}, {"name": null, "role": "AXRow", "description": "Regular", "role_description": "row", "value": 0, "position": "-391.00;-244.00", "size": "0;24", "children": [{"name": null, "role": "AXStaticText", "description": "Regular", "role_description": "text", "value": 0, "position": "-391.00;-244.00", "size": "0;24", "children": []}]}, {"name": null, "role": "AXRow", "description": "Medium", "role_description": "row", "value": 0, "position": "-391.00;-244.00", "size": "0;24", "children": [{"name": null, "role": "AXStaticText", "description": "Medium", "role_description": "text", "value": 0, "position": "-391.00;-244.00", "size": "0;24", "children": []}]}, {"name": null, "role": "AXRow", "description": "SemiBold", "role_description": "row", "value": 0, "position": "-391.00;-244.00", "size": "0;24", "children": [{"name": null, "role": "AXStaticText", "description": "SemiBold", "role_description": "text", "value": 0, "position": "-391.00;-244.00", "size": "0;24", "children": []}]}, {"name": null, "role": "AXRow", "description": "Bold", "role_description": "row", "value": 0, "position": "-391.00;-244.00", "size": "0;24", "children": [{"name": null, "role": "AXStaticText", "description": "Bold", "role_description": "text", "value": 0, "position": "-391.00;-244.00", "size": "0;24", "children": []}]}, {"name": null, "role": "AXRow", "description": "ExtraBold", "role_description": "row", "value": 0, "position": "-391.00;-244.00", "size": "0;24", "children": [{"name": null, "role": "AXStaticText", "description": "ExtraBold", "role_description": "text", "value": 0, "position": "-391.00;-244.00", "size": "0;24", "children": []}]}]}, {"name": null, "role": "AXScrollBar", "description": null, "role_description": "scroll bar", "value": 72, "position": "-391.00;-244.00", "size": "0;0", "children": []}]}]}]}, {"name": null, "role": "AXStaticText", "description": "Bold weight:", "role_description": "text", "value": "Bold weight:", "position": "-391.00;-244.00", "size": "0;0", "children": []}, {"name": null, "role": "AXPopUpButton", "description": "Bold weight:", "role_description": "pop up button", "value": "Bold  Recommended", "position": "-391.00;-244.00", "size": "0;0", "children": [{"name": null, "role": "AXPopUpButton", "description": null, "role_description": "pop up button", "value": null, "position": "-391.00;-244.00", "size": "0;0", "children": [{"name": null, "role": "AXMenuItem", "description": null, "role_description": "menu item", "value": null, "position": "-391.00;-244.00", "size": "0;0", "children": [{"name": null, "role": "AXList", "description": "list", "role_description": "list", "value": 0, "position": "-391.00;-244.00", "size": "0;0", "children": [{"name": null, "role": "AXRow", "description": "Thin", "role_description": "row", "value": 0, "position": "-391.00;-244.00", "size": "0;24", "children": [{"name": null, "role": "AXStaticText", "description": "Thin", "role_description": "text", "value": 0, "position": "-391.00;-244.00", "size": "0;24", "children": []}]}, {"name": null, "role": "AXRow", "description": "ExtraLight", "role_description": "row", "value": 0, "position": "-391.00;-244.00", "size": "0;24", "children": [{"name": null, "role": "AXStaticText", "description": "ExtraLight", "role_description": "text", "value": 0, "position": "-391.00;-244.00", "size": "0;24", "children": []}]}, {"name": null, "role": "AXRow", "description": "Light", "role_description": "row", "value": 0, "position": "-391.00;-244.00", "size": "0;24", "children": [{"name": null, "role": "AXStaticText", "description": "Light", "role_description": "text", "value": 0, "position": "-391.00;-244.00", "size": "0;24", "children": []}]}, {"name": null, "role": "AXRow", "description": "Regular", "role_description": "row", "value": 0, "position": "-391.00;-244.00", "size": "0;24", "children": [{"name": null, "role": "AXStaticText", "description": "Regular", "role_description": "text", "value": 0, "position": "-391.00;-244.00", "size": "0;24", "children": []}]}, {"name": null, "role": "AXRow", "description": "Medium", "role_description": "row", "value": 0, "position": "-391.00;-244.00", "size": "0;24", "children": [{"name": null, "role": "AXStaticText", "description": "Medium", "role_description": "text", "value": 0, "position": "-391.00;-244.00", "size": "0;24", "children": []}]}, {"name": null, "role": "AXRow", "description": "SemiBold", "role_description": "row", "value": 0, "position": "-391.00;-244.00", "size": "0;24", "children": [{"name": null, "role": "AXStaticText", "description": "SemiBold", "role_description": "text", "value": 0, "position": "-391.00;-244.00", "size": "0;24", "children": []}]}, {"name": null, "role": "AXRow", "description": "Bold  Recommended", "role_description": "row", "value": 0, "position": "-391.00;-244.00", "size": "0;24", "children": [{"name": null, "role": "AXStaticText", "description": "Bold  Recommended", "role_description": "text", "value": 0, "position": "-391.00;-244.00", "size": "0;24", "children": []}]}, {"name": null, "role": "AXRow", "description": "ExtraBold", "role_description": "row", "value": 0, "position": "-391.00;-244.00", "size": "0;24", "children": [{"name": null, "role": "AXStaticText", "description": "ExtraBold", "role_description": "text", "value": 0, "position": "-391.00;-244.00", "size": "0;24", "children": []}]}]}, {"name": null, "role": "AXScrollBar", "description": null, "role_description": "scroll bar", "value": 144, "position": "-391.00;-244.00", "size": "0;0", "children": []}]}]}]}, {"name": null, "role": "AXTextField", "description": "text/html", "role_description": "text field", "value": "\nUsed for the bold settings in color scheme", "position": "-391.00;-244.00", "size": "0;0", "children": [{"name": null, "role": "AXTextField", "description": "text/html", "role_description": "text field", "value": null, "position": "-391.00;-244.00", "size": "0;0", "children": []}, {"name": null, "role": "AXTextField", "description": "text/html", "role_description": "text field", "value": null, "position": "-391.00;-244.00", "size": "0;0", "children": []}, {"name": null, "role": "AXTextField", "description": "text/html", "role_description": "text field", "value": null, "position": "-391.00;-244.00", "size": "0;0", "children": []}, {"name": null, "role": "AXTextField", "description": "text/html", "role_description": "text field", "value": null, "position": "-391.00;-244.00", "size": "0;0", "children": []}]}, {"name": null, "role": "AXStaticText", "description": "Fallback font:", "role_description": "text", "value": "Fallback font:", "position": "-391.00;-244.00", "size": "0;0", "children": []}, {"name": null, "role": "AXPopUpButton", "description": "Fallback font:", "role_description": "pop up button", "value": "<None>", "position": "-391.00;-244.00", "size": "0;0", "children": [{"name": null, "role": "AXPopUpButton", "description": null, "role_description": "pop up button", "value": null, "position": "-391.00;-244.00", "size": "0;0", "children": []}]}, {"name": null, "role": "AXTextField", "description": "text/html", "role_description": "text field", "value": "\nUsed for symbols not supported by the main font", "position": "-391.00;-244.00", "size": "0;0", "children": [{"name": null, "role": "AXTextField", "description": "text/html", "role_description": "text field", "value": null, "position": "-391.00;-244.00", "size": "0;0", "children": []}, {"name": null, "role": "AXTextField", "description": "text/html", "role_description": "text field", "value": null, "position": "-391.00;-244.00", "size": "0;0", "children": []}, {"name": null, "role": "AXTextField", "description": "text/html", "role_description": "text field", "value": null, "position": "-391.00;-244.00", "size": "0;0", "children": []}, {"name": null, "role": "AXTextField", "description": "text/html", "role_description": "text field", "value": null, "position": "-391.00;-244.00", "size": "0;0", "children": []}]}, {"name": null, "role": "AXGroup", "description": "", "role_description": "group", "value": 0, "position": "-391.00;-244.00", "size": "40;34", "children": []}, {"name": null, "role": "AXScrollArea", "description": null, "role_description": "scroll area", "value": 0, "position": "-391.00;-244.00", "size": "354;565", "children": [{"name": null, "role": "AXScrollBar", "description": null, "role_description": "scroll bar", "value": 0, "position": "-391.00;-244.00", "size": "18;565", "children": [{"name": null, "role": "AXButton", "description": "", "role_description": "button", "value": null, "position": "-391.00;-244.00", "size": "18;0", "children": []}, {"name": null, "role": "AXButton", "description": "", "role_description": "button", "value": null, "position": "-391.00;-244.00", "size": "18;0", "children": []}]}, {"name": null, "role": "AXScrollBar", "description": null, "role_description": "scroll bar", "value": 0, "position": "-391.00;-244.00", "size": "0;0", "children": []}, {"name": null, "role": "AXGroup", "description": "", "role_description": "group", "value": 0, "position": "-391.00;-244.00", "size": "0;0", "children": []}, {"name": null, "role": "AXStaticText", "description": "", "role_description": "text", "value": "", "position": "-391.00;-244.00", "size": "0;0", "children": []}, {"name": null, "role": "AXGroup", "description": null, "role_description": "group", "value": 0, "position": "-391.00;-244.00", "size": "11;565", "children": []}, {"name": null, "role": "AXTextArea", "description": "Editor", "role_description": "text entry area", "value": "PyCharm is an Integrated \nDevelopment Environment (IDE) designed\nto maximize productivity. It provides\nclever code completion, static code\nanalysis, and refactorings, and lets\nyou focus on the bright side of\nsoftware development making\nit an enjoyable experience.\n\nDefault:\nabcdefghijklmnopqrstuvwxyz\nABCDEFGHIJKLMNOPQRSTUVWXYZ\n0123456789 (){}[]\n+ - * / = .,;:!? #&$%@|^\n\nBold:\nabcdefghijklmnopqrstuvwxyz\nABCDEFGHIJKLMNOPQRSTUVWXYZ\n0123456789 (){}[]\n+ - * / = .,;:!? #&$%@|^\n\n<!-- -- != := === >= >- >=> |-> -> <$>\n</> #[ |||> |= ~@\n\n", "position": "-391.00;-244.00", "size": "343;565", "children": []}]}, {"name": null, "role": "AXStaticText", "description": "Enter any text to preview", "role_description": "text", "value": "Enter any text to preview", "position": "-391.00;-244.00", "size": "354;34", "children": []}, {"name": null, "role": "AXStaticText", "description": "Scheme:", "role_description": "text", "value": "Scheme:", "position": "-391.00;-244.00", "size": "53;17", "children": []}, {"name": null, "role": "AXPopUpButton", "description": null, "role_description": "pop up button", "value": "Dark Theme default", "position": "-391.00;-244.00", "size": "200;34", "children": [{"name": null, "role": "AXPopUpButton", "description": null, "role_description": "pop up button", "value": null, "position": "-391.00;-244.00", "size": "0;0", "children": []}]}, {"name": null, "role": "AXTextField", "description": null, "role_description": "text field", "value": "", "position": "-391.00;-244.00", "size": "200;34", "children": []}, {"name": null, "role": "AXGroup", "description": "Action Toolbar", "role_description": "group", "value": 0, "position": "-391.00;-244.00", "size": "26;34", "children": [{"name": null, "role": "AXButton", "description": "Show Scheme Actions", "role_description": "button", "value": null, "position": "-391.00;-244.00", "size": "26;24", "children": []}]}, {"name": null, "role": "AXLink", "description": "Change IDE Theme…", "role_description": "link", "value": null, "position": "-391.00;-244.00", "size": "131;17", "children": []}, {"name": null, "role": "AXImage", "description": null, "role_description": "image", "value": null, "position": "-391.00;-244.00", "size": "16;16", "children": []}, {"name": null, "role": "AXStaticText", "description": "", "role_description": "text", "value": "", "position": "-391.00;-244.00", "size": "0;0", "children": []}, {"name": null, "role": "AXScrollArea", "description": null, "role_description": "scroll area", "value": 0, "position": "-391.00;-244.00", "size": "679;552", "children": [{"name": null, "role": "AXStaticText", "description": "Configure colors and the font for source code and console output:", "role_description": "text", "value": "Configure colors and the font for source code and console output:", "position": "-391.00;-244.00", "size": "407;17", "children": []}, {"name": null, "role": "AXLink", "description": "General", "role_description": "link", "value": null, "position": "-391.00;-244.00", "size": "50;17", "children": []}, {"name": null, "role": "AXLink", "description": "Language Defaults", "role_description": "link", "value": null, "position": "-391.00;-244.00", "size": "117;17", "children": []}, {"name": null, "role": "AXLink", "description": "Color Scheme Font", "role_description": "link", "value": null, "position": "-391.00;-244.00", "size": "120;17", "children": []}, {"name": null, "role": "AXLink", "description": "Console Font", "role_description": "link", "value": null, "position": "-391.00;-244.00", "size": "83;17", "children": []}, {"name": null, "role": "AXLink", "description": "Code With Me", "role_description": "link", "value": null, "position": "-391.00;-244.00", "size": "89;17", "children": []}, {"name": null, "role": "AXLink", "description": "Console Colors", "role_description": "link", "value": null, "position": "-391.00;-244.00", "size": "95;17", "children": []}, {"name": null, "role": "AXLink", "description": "Debugger", "role_description": "link", "value": null, "position": "-391.00;-244.00", "size": "63;17", "children": []}, {"name": null, "role": "AXLink", "description": "Diff & Merge", "role_description": "link", "value": null, "position": "-391.00;-244.00", "size": "79;17", "children": []}, {"name": null, "role": "AXLink", "description": "User-Defined File Types", "role_description": "link", "value": null, "position": "-391.00;-244.00", "size": "151;17", "children": []}, {"name": null, "role": "AXLink", "description": "VCS", "role_description": "link", "value": null, "position": "-391.00;-244.00", "size": "29;17", "children": []}, {"name": null, "role": "AXLink", "description": "Python", "role_description": "link", "value": null, "position": "-391.00;-244.00", "size": "45;17", "children": []}, {"name": null, "role": "AXLink", "description": "EditorConfig", "role_description": "link", "value": null, "position": "-391.00;-244.00", "size": "79;17", "children": []}, {"name": null, "role": "AXLink", "description": "HTML", "role_description": "link", "value": null, "position": "-391.00;-244.00", "size": "39;17", "children": []}, {"name": null, "role": "AXLink", "description": "JSON", "role_description": "link", "value": null, "position": "-391.00;-244.00", "size": "37;17", "children": []}, {"name": null, "role": "AXLink", "description": "Markdown", "role_description": "link", "value": null, "position": "-391.00;-244.00", "size": "67;17", "children": []}, {"name": null, "role": "AXLink", "description": "Properties", "role_description": "link", "value": null, "position": "-391.00;-244.00", "size": "65;17", "children": []}, {"name": null, "role": "AXLink", "description": "RegExp", "role_description": "link", "value": null, "position": "-391.00;-244.00", "size": "49;17", "children": []}, {"name": null, "role": "AXLink", "description": "reStructuredText", "role_description": "link", "value": null, "position": "-391.00;-244.00", "size": "107;17", "children": []}, {"name": null, "role": "AXLink", "description": "Shell Script", "role_description": "link", "value": null, "position": "-391.00;-244.00", "size": "71;17", "children": []}, {"name": null, "role": "AXLink", "description": "TOML", "role_description": "link", "value": null, "position": "-391.00;-244.00", "size": "39;17", "children": []}, {"name": null, "role": "AXLink", "description": "XML", "role_description": "link", "value": null, "position": "-391.00;-244.00", "size": "29;17", "children": []}, {"name": null, "role": "AXLink", "description": "YAML", "role_description": "link", "value": null, "position": "-391.00;-244.00", "size": "38;17", "children": []}, {"name": null, "role": "AXLink", "description": "By Scope", "role_description": "link", "value": null, "position": "-391.00;-244.00", "size": "60;17", "children": []}, {"name": null, "role": "AXLink", "description": "Images", "role_description": "link", "value": null, "position": "-391.00;-244.00", "size": "46;17", "children": []}, {"name": null, "role": "AXScrollBar", "description": null, "role_description": "scroll bar", "value": 0, "position": "-391.00;-244.00", "size": "0;0", "children": []}, {"name": null, "role": "AXScrollBar", "description": null, "role_description": "scroll bar", "value": 0, "position": "-391.00;-244.00", "size": "0;0", "children": []}]}, {"name": null, "role": "AXImage", "description": null, "role_description": "image", "value": null, "position": "-391.00;-244.00", "size": "17;6", "children": []}, {"name": null, "role": "AXStaticText", "description": "Scheme:", "role_description": "text", "value": "Scheme:", "position": "-391.00;-244.00", "size": "53;17", "children": []}, {"name": null, "role": "AXPopUpButton", "description": null, "role_description": "pop up button", "value": "Dark Theme default", "position": "-391.00;-244.00", "size": "200;34", "children": [{"name": null, "role": "AXPopUpButton", "description": null, "role_description": "pop up button", "value": null, "position": "-391.00;-244.00", "size": "0;0", "children": []}]}, {"name": null, "role": "AXTextField", "description": null, "role_description": "text field", "value": "", "position": "-391.00;-244.00", "size": "200;34", "children": []}, {"name": null, "role": "AXGroup", "description": "Action Toolbar", "role_description": "group", "value": 0, "position": "-391.00;-244.00", "size": "26;34", "children": [{"name": null, "role": "AXButton", "description": "Show Scheme Actions", "role_description": "button", "value": null, "position": "-391.00;-244.00", "size": "26;24", "children": []}]}, {"name": null, "role": "AXLink", "description": "Change IDE Theme…", "role_description": "link", "value": null, "position": "-391.00;-244.00", "size": "131;17", "children": []}, {"name": null, "role": "AXImage", "description": null, "role_description": "image", "value": null, "position": "-391.00;-244.00", "size": "16;16", "children": []}, {"name": null, "role": "AXStaticText", "description": "", "role_description": "text", "value": "", "position": "-391.00;-244.00", "size": "0;0", "children": []}, {"name": null, "role": "AXScrollArea", "description": null, "role_description": "scroll area", "value": 0, "position": "-391.00;-244.00", "size": "405;238", "children": [{"name": null, "role": "AXScrollBar", "description": null, "role_description": "scroll bar", "value": 0, "position": "-391.00;-244.00", "size": "14;236", "children": []}, {"name": null, "role": "AXScrollBar", "description": null, "role_description": "scroll bar", "value": 0, "position": "-391.00;-244.00", "size": "0;0", "children": []}, {"name": null, "role": "AXOutline", "description": "tree", "role_description": "outline", "value": 0, "position": "-391.00;-244.00", "size": "403;296", "children": [{"name": null, "role": "AXRow", "description": "Code", "role_description": "row", "value": 0, "position": "-391.00;-244.00", "size": "39;24", "children": [{"name": null, "role": "AXStaticText", "description": "Code", "role_description": "text", "value": 0, "position": "-391.00;-244.00", "size": "39;24", "children": []}]}, {"name": null, "role": "AXRow", "description": "Editor", "role_description": "row", "value": 0, "position": "-391.00;-244.00", "size": "43;24", "children": [{"name": null, "role": "AXStaticText", "description": "Editor", "role_description": "text", "value": 0, "position": "-391.00;-244.00", "size": "43;24", "children": []}]}, {"name": null, "role": "AXRow", "description": "Errors and Warnings", "role_description": "row", "value": 0, "position": "-391.00;-244.00", "size": "131;24", "children": [{"name": null, "role": "AXStaticText", "description": "Errors and Warnings", "role_description": "text", "value": 0, "position": "-391.00;-244.00", "size": "131;24", "children": []}]}, {"name": null, "role": "AXRow", "description": "Hyperlinks", "role_description": "row", "value": 0, "position": "-391.00;-244.00", "size": "71;24", "children": [{"name": null, "role": "AXStaticText", "description": "Hyperlinks", "role_description": "text", "value": 0, "position": "-391.00;-244.00", "size": "71;24", "children": []}]}, {"name": null, "role": "AXRow", "description": "Identifiers", "role_description": "row", "value": 0, "position": "-391.00;-244.00", "size": "68;24", "children": [{"name": null, "role": "AXStaticText", "description": "Identifiers", "role_description": "text", "value": 0, "position": "-391.00;-244.00", "size": "68;24", "children": []}]}, {"name": null, "role": "AXRow", "description": "Line Coverage", "role_description": "row", "value": 0, "position": "-391.00;-244.00", "size": "95;24", "children": [{"name": null, "role": "AXStaticText", "description": "Line Coverage", "role_description": "text", "value": 0, "position": "-391.00;-244.00", "size": "95;24", "children": []}]}, {"name": null, "role": "AXRow", "description": "Live Templates", "role_description": "row", "value": 0, "position": "-391.00;-244.00", "size": "100;24", "children": [{"name": null, "role": "AXStaticText", "description": "Live Templates", "role_description": "text", "value": 0, "position": "-391.00;-244.00", "size": "100;24", "children": []}]}, {"name": null, "role": "AXRow", "description": "Popups and Hints", "role_description": "row", "value": 0, "position": "-391.00;-244.00", "size": "115;24", "children": [{"name": null, "role": "AXStaticText", "description": "Popups and Hints", "role_description": "text", "value": 0, "position": "-391.00;-244.00", "size": "115;24", "children": []}]}, {"name": null, "role": "AXRow", "description": "Preview", "role_description": "row", "value": 0, "position": "-391.00;-244.00", "size": "56;24", "children": [{"name": null, "role": "AXStaticText", "description": "Preview", "role_description": "text", "value": 0, "position": "-391.00;-244.00", "size": "56;24", "children": []}]}, {"name": null, "role": "AXRow", "description": "Search Results", "role_description": "row", "value": 0, "position": "-391.00;-244.00", "size": "98;24", "children": [{"name": null, "role": "AXStaticText", "description": "Search Results", "role_description": "text", "value": 0, "position": "-391.00;-244.00", "size": "98;24", "children": []}]}, {"name": null, "role": "AXRow", "description": "Text", "role_description": "row", "value": 0, "position": "-391.00;-244.00", "size": "34;24", "children": [{"name": null, "role": "AXStaticText", "description": "Text", "role_description": "text", "value": 0, "position": "-391.00;-244.00", "size": "34;24", "children": []}]}]}]}, {"name": null, "role": "AXGroup", "description": "", "role_description": "group", "value": 0, "position": "-391.00;-244.00", "size": "40;34", "children": []}, {"name": null, "role": "AXScrollArea", "description": null, "role_description": "scroll area", "value": 0, "position": "-391.00;-244.00", "size": "679;283", "children": [{"name": null, "role": "AXScrollBar", "description": null, "role_description": "scroll bar", "value": 0, "position": "-391.00;-244.00", "size": "18;281", "children": [{"name": null, "role": "AXButton", "description": "", "role_description": "button", "value": null, "position": "-391.00;-244.00", "size": "18;0", "children": []}, {"name": null, "role": "AXButton", "description": "", "role_description": "button", "value": null, "position": "-391.00;-244.00", "size": "18;0", "children": []}]}, {"name": null, "role": "AXScrollBar", "description": null, "role_description": "scroll bar", "value": 0, "position": "-391.00;-244.00", "size": "0;0", "children": []}, {"name": null, "role": "AXGroup", "description": "", "role_description": "group", "value": 0, "position": "-391.00;-244.00", "size": "0;0", "children": []}, {"name": null, "role": "AXStaticText", "description": "", "role_description": "text", "value": "", "position": "-391.00;-244.00", "size": "0;0", "children": []}, {"name": null, "role": "AXGroup", "description": null, "role_description": "group", "value": 0, "position": "-391.00;-244.00", "size": "11;748", "children": []}, {"name": null, "role": "AXTextArea", "description": "Editor", "role_description": "text entry area", "value": "//TODO: Visit JB Web resources:\nJetBrains Home Page: http://www.jetbrains.com\nJetBrains Developer Community: https://www.jetbrains.com/devnet\nReferenceHyperlink\nInactive hyperlink in code: \"http://jetbrains.com\"\n\nSearch:\n  result = \"text, text, text\";\n  i = result\n  return i;\n\nFolded text\nFolded text with highlighting\nDeleted text\nLive template: active inactive $VARIABLE$\nInjected language: \\.(gif|jpg|png)$\n\nCode Inspections:\n  Error\n  Warning\n  Weak warning\n  Deprecated symbol\n  Deprecated symbol marked for removal\n  Unused symbol\n  Unknown symbol\n  Runtime problem\n  Problem from server\n  Duplicate from server\n  typo\n  style_error\n  style_warning\n  style_suggestion\n  grammar_error\n", "position": "-391.00;-244.00", "size": "666;748", "children": []}]}, {"name": null, "role": "AXImage", "description": null, "role_description": "image", "value": null, "position": "-391.00;-244.00", "size": "17;6", "children": []}, {"name": null, "role": "AXStaticText", "description": "Scheme:", "role_description": "text", "value": "Scheme:", "position": "-391.00;-244.00", "size": "53;17", "children": []}, {"name": null, "role": "AXPopUpButton", "description": null, "role_description": "pop up button", "value": "Dark Theme default", "position": "-391.00;-244.00", "size": "200;34", "children": [{"name": null, "role": "AXPopUpButton", "description": null, "role_description": "pop up button", "value": null, "position": "-391.00;-244.00", "size": "0;0", "children": []}]}, {"name": null, "role": "AXTextField", "description": null, "role_description": "text field", "value": "", "position": "-391.00;-244.00", "size": "200;34", "children": []}, {"name": null, "role": "AXGroup", "description": "Action Toolbar", "role_description": "group", "value": 0, "position": "-391.00;-244.00", "size": "26;34", "children": [{"name": null, "role": "AXButton", "description": "Show Scheme Actions", "role_description": "button", "value": null, "position": "-391.00;-244.00", "size": "26;24", "children": []}]}, {"name": null, "role": "AXLink", "description": "Change IDE Theme…", "role_description": "link", "value": null, "position": "-391.00;-244.00", "size": "131;17", "children": []}, {"name": null, "role": "AXImage", "description": null, "role_description": "image", "value": null, "position": "-391.00;-244.00", "size": "16;16", "children": []}, {"name": null, "role": "AXStaticText", "description": "", "role_description": "text", "value": "", "position": "-391.00;-244.00", "size": "0;0", "children": []}, {"name": null, "role": "AXScrollArea", "description": null, "role_description": "scroll area", "value": 0, "position": "-391.00;-244.00", "size": "405;238", "children": [{"name": null, "role": "AXScrollBar", "description": null, "role_description": "scroll bar", "value": 0, "position": "-391.00;-244.00", "size": "14;236", "children": []}, {"name": null, "role": "AXScrollBar", "description": null, "role_description": "scroll bar", "value": 0, "position": "-391.00;-244.00", "size": "0;0", "children": []}, {"name": null, "role": "AXOutline", "description": "tree", "role_description": "outline", "value": 0, "position": "-391.00;-244.00", "size": "403;344", "children": [{"name": null, "role": "AXRow", "description": "Bad character", "role_description": "row", "value": 0, "position": "-391.00;-244.00", "size": "93;24", "children": [{"name": null, "role": "AXStaticText", "description": "Bad character", "role_description": "text", "value": 0, "position": "-391.00;-244.00", "size": "93;24", "children": []}]}, {"name": null, "role": "AXRow", "description": "Braces and Operators", "role_description": "row", "value": 0, "position": "-391.00;-244.00", "size": "141;24", "children": [{"name": null, "role": "AXStaticText", "description": "Braces and Operators", "role_description": "text", "value": 0, "position": "-391.00;-244.00", "size": "141;24", "children": []}]}, {"name": null, "role": "AXRow", "description": "Classes", "role_description": "row", "value": 0, "position": "-391.00;-244.00", "size": "54;24", "children": [{"name": null, "role": "AXStaticText", "description": "Classes", "role_description": "text", "value": 0, "position": "-391.00;-244.00", "size": "54;24", "children": []}]}, {"name": null, "role": "AXRow", "description": "Comments", "role_description": "row", "value": 0, "position": "-391.00;-244.00", "size": "73;24", "children": [{"name": null, "role": "AXStaticText", "description": "Comments", "role_description": "text", "value": 0, "position": "-391.00;-244.00", "size": "73;24", "children": []}]}, {"name": null, "role": "AXRow", "description": "Identifiers", "role_description": "row", "value": 0, "position": "-391.00;-244.00", "size": "68;24", "children": [{"name": null, "role": "AXStaticText", "description": "Identifiers", "role_description": "text", "value": 0, "position": "-391.00;-244.00", "size": "68;24", "children": []}]}, {"name": null, "role": "AXRow", "description": "Inline hints", "role_description": "row", "value": 0, "position": "-391.00;-244.00", "size": "72;24", "children": [{"name": null, "role": "AXStaticText", "description": "Inline hints", "role_description": "text", "value": 0, "position": "-391.00;-244.00", "size": "72;24", "children": []}]}, {"name": null, "role": "AXRow", "description": "Keyword", "role_description": "row", "value": 0, "position": "-391.00;-244.00", "size": "61;24", "children": [{"name": null, "role": "AXStaticText", "description": "Keyword", "role_description": "text", "value": 0, "position": "-391.00;-244.00", "size": "61;24", "children": []}]}, {"name": null, "role": "AXRow", "description": "Markup", "role_description": "row", "value": 0, "position": "-391.00;-244.00", "size": "53;24", "children": [{"name": null, "role": "AXStaticText", "description": "Markup", "role_description": "text", "value": 0, "position": "-391.00;-244.00", "size": "53;24", "children": []}]}, {"name": null, "role": "AXRow", "description": "Metadata", "role_description": "row", "value": 0, "position": "-391.00;-244.00", "size": "65;24", "children": [{"name": null, "role": "AXStaticText", "description": "Metadata", "role_description": "text", "value": 0, "position": "-391.00;-244.00", "size": "65;24", "children": []}]}, {"name": null, "role": "AXRow", "description": "Number", "role_description": "row", "value": 0, "position": "-391.00;-244.00", "size": "56;24", "children": [{"name": null, "role": "AXStaticText", "description": "Number", "role_description": "text", "value": 0, "position": "-391.00;-244.00", "size": "56;24", "children": []}]}, {"name": null, "role": "AXRow", "description": "Semantic highlighting", "role_description": "row", "value": 0, "position": "-391.00;-244.00", "size": "139;24", "children": [{"name": null, "role": "AXStaticText", "description": "Semantic highlighting", "role_description": "text", "value": 0, "position": "-391.00;-244.00", "size": "139;24", "children": []}]}, {"name": null, "role": "AXRow", "description": "String", "role_description": "row", "value": 0, "position": "-391.00;-244.00", "size": "43;24", "children": [{"name": null, "role": "AXStaticText", "description": "String", "role_description": "text", "value": 0, "position": "-391.00;-244.00", "size": "43;24", "children": []}]}, {"name": null, "role": "AXRow", "description": "Template language", "role_description": "row", "value": 0, "position": "-391.00;-244.00", "size": "124;24", "children": [{"name": null, "role": "AXStaticText", "description": "Template language", "role_description": "text", "value": 0, "position": "-391.00;-244.00", "size": "124;24", "children": []}]}]}]}, {"name": null, "role": "AXGroup", "description": "", "role_description": "group", "value": 0, "position": "-391.00;-244.00", "size": "40;34", "children": []}, {"name": null, "role": "AXScrollArea", "description": null, "role_description": "scroll area", "value": 0, "position": "-391.00;-244.00", "size": "679;283", "children": [{"name": null, "role": "AXScrollBar", "description": null, "role_description": "scroll bar", "value": 0, "position": "-391.00;-244.00", "size": "18;281", "children": [{"name": null, "role": "AXButton", "description": "", "role_description": "button", "value": null, "position": "-391.00;-244.00", "size": "18;0", "children": []}, {"name": null, "role": "AXButton", "description": "", "role_description": "button", "value": null, "position": "-391.00;-244.00", "size": "18;0", "children": []}]}, {"name": null, "role": "AXScrollBar", "description": null, "role_description": "scroll bar", "value": 0, "position": "-391.00;-244.00", "size": "648;14", "children": []}, {"name": null, "role": "AXGroup", "description": "", "role_description": "group", "value": 0, "position": "-391.00;-244.00", "size": "0;0", "children": []}, {"name": null, "role": "AXStaticText", "description": "", "role_description": "text", "value": "", "position": "-391.00;-244.00", "size": "0;0", "children": []}, {"name": null, "role": "AXGroup", "description": null, "role_description": "group", "value": 0, "position": "-391.00;-244.00", "size": "11;1043", "children": []}, {"name": null, "role": "AXTextArea", "description": "Editor", "role_description": "text entry area", "value": "Bad characters: ????\nKeyword\nIdentifier\n'String \\n\\?'\n12345\nOperator\nDot: . comma: , semicolon: ;\n{ Braces }\n( Parentheses )\n[ Brackets ]\n// Line comment\n/* Block comment */\n:Label\npredefined_symbol()\nCONSTANT\nGlobal variable\n/** RENDERED DOC */\n/** \n * Doc comment\n * @tag <code>Markup<</code>\n * Semantic highlighting:\n * Generated spectrum to pick colors for local variables and parameters:\n *  Color#1 SC1.1 SC1.2 SC1.3 SC1.4 Color#2 SC2.1 SC2.2 SC2.3 SC2.4 Color#3\n *  Color#3 SC3.1 SC3.2 SC3.3 SC3.4 Color#4 SC4.1 SC4.2 SC4.3 SC4.4 Color#5\n * @param parameter1 documentation\n * @param parameter2 documentation\n * @param parameter3 documentation\n * @param parameter4 documentation\n */\nFunction declaration (parameter1 parameter2 parameter3 parameter4)\n    Local variable1 variable2 variable3 variable4\n    Reassigned local variable\nFunction call(0, 1, 2)\nCurrent function call(0, 1)\nInterface Name\n@Metadata\nClass Name\n    instance method\n    instance field\n    static method\n    static field\n\nfunction(\"/highlighted/reference/{param}\")\n\n@TAG attribute=Value\n    Entity: &amp;\n    {% Template language %}", "position": "-391.00;-244.00", "size": "680;1043", "children": []}]}, {"name": null, "role": "AXImage", "description": null, "role_description": "image", "value": null, "position": "-391.00;-244.00", "size": "17;6", "children": []}, {"name": null, "role": "AXStaticText", "description": "Scheme:", "role_description": "text", "value": "Scheme:", "position": "-391.00;-244.00", "size": "53;17", "children": []}, {"name": null, "role": "AXPopUpButton", "description": null, "role_description": "pop up button", "value": "Dark Theme default", "position": "-391.00;-244.00", "size": "200;34", "children": [{"name": null, "role": "AXPopUpButton", "description": null, "role_description": "pop up button", "value": null, "position": "-391.00;-244.00", "size": "0;0", "children": []}]}, {"name": null, "role": "AXTextField", "description": null, "role_description": "text field", "value": "", "position": "-391.00;-244.00", "size": "200;34", "children": []}, {"name": null, "role": "AXGroup", "description": "Action Toolbar", "role_description": "group", "value": 0, "position": "-391.00;-244.00", "size": "26;34", "children": [{"name": null, "role": "AXButton", "description": "Show Scheme Actions", "role_description": "button", "value": null, "position": "-391.00;-244.00", "size": "26;24", "children": []}]}, {"name": null, "role": "AXLink", "description": "Change IDE Theme…", "role_description": "link", "value": null, "position": "-391.00;-244.00", "size": "131;17", "children": []}, {"name": null, "role": "AXImage", "description": null, "role_description": "image", "value": null, "position": "-391.00;-244.00", "size": "16;16", "children": []}, {"name": null, "role": "AXStaticText", "description": "", "role_description": "text", "value": "", "position": "-391.00;-244.00", "size": "0;0", "children": []}, {"name": null, "role": "AXCheckBox", "description": "Use color scheme font instead of the", "role_description": "checkbox", "value": 0, "position": "-391.00;-244.00", "size": "260;24", "children": []}, {"name": null, "role": "AXLink", "description": "default", "role_description": "link", "value": null, "position": "-391.00;-244.00", "size": "45;17", "children": []}, {"name": null, "role": "AXStaticText", "description": " (", "role_description": "text", "value": " (", "position": "-391.00;-244.00", "size": "8;17", "children": []}, {"name": null, "role": "AXStaticText", "description": "JetBrains Mono,13", "role_description": "text", "value": "JetBrains Mono,13", "position": "-391.00;-244.00", "size": "114;17", "children": []}, {"name": null, "role": "AXStaticText", "description": ")", "role_description": "text", "value": ")", "position": "-391.00;-244.00", "size": "5;17", "children": []}, {"name": null, "role": "AXStaticText", "description": "Font:", "role_description": "text", "value": "Font:", "position": "-391.00;-244.00", "size": "31;17", "children": []}, {"name": null, "role": "AXPopUpButton", "description": "Font:", "role_description": "pop up button", "value": "JetBrains Mono", "position": "-391.00;-244.00", "size": "272;34", "children": [{"name": null, "role": "AXPopUpButton", "description": null, "role_description": "pop up button", "value": null, "position": "-391.00;-244.00", "size": "0;0", "children": []}]}, {"name": null, "role": "AXCheckBox", "description": "Show only monospaced fonts", "role_description": "checkbox", "value": 1, "position": "-391.00;-244.00", "size": "182;24", "children": []}, {"name": null, "role": "AXStaticText", "description": "Size:", "role_description": "text", "value": "Size:", "position": "-391.00;-244.00", "size": "30;17", "children": []}, {"name": null, "role": "AXTextField", "description": "Size:", "role_description": "text field", "value": "13.0", "position": "-391.00;-244.00", "size": "50;34", "children": []}, {"name": null, "role": "AXStaticText", "description": "Line height:", "role_description": "text", "value": "Line height:", "position": "-391.00;-244.00", "size": "71;17", "children": []}, {"name": null, "role": "AXTextField", "description": "Line height:", "role_description": "text field", "value": "1.2", "position": "-391.00;-244.00", "size": "50;34", "children": []}, {"name": null, "role": "AXCheckBox", "description": "Enable ligatures", "role_description": "checkbox", "value": 0, "position": "-391.00;-244.00", "size": "126;25", "children": []}, {"name": null, "role": "AXImage", "description": "<html>Use several characters as a single<br>ligature. Ligatures enhance code<br>readability. Use the section below<br>to preview the changes", "role_description": "image", "value": null, "position": "-391.00;-244.00", "size": "21;16", "children": []}, {"name": null, "role": "AXTextField", "description": "text/html", "role_description": "text field", "value": "\nSee line height and ligatures also in Reader mode", "position": "-391.00;-244.00", "size": "280;15", "children": [{"name": null, "role": "AXTextField", "description": "text/html", "role_description": "text field", "value": null, "position": "-391.00;-244.00", "size": "0;0", "children": []}, {"name": null, "role": "AXTextField", "description": "text/html", "role_description": "text field", "value": null, "position": "-391.00;-244.00", "size": "204;15", "children": []}, {"name": null, "role": "AXTextField", "description": "text/html", "role_description": "text field", "value": null, "position": "-391.00;-244.00", "size": "76;15", "children": []}, {"name": null, "role": "AXTextField", "description": "text/html", "role_description": "text field", "value": null, "position": "-391.00;-244.00", "size": "0;15", "children": []}]}, {"name": null, "role": "AXStaticText", "description": "Fallback font:", "role_description": "text", "value": "Fallback font:", "position": "-391.00;-244.00", "size": "83;17", "children": []}, {"name": null, "role": "AXPopUpButton", "description": "Fallback font:", "role_description": "pop up button", "value": "<None>", "position": "-391.00;-244.00", "size": "272;34", "children": [{"name": null, "role": "AXPopUpButton", "description": null, "role_description": "pop up button", "value": null, "position": "-391.00;-244.00", "size": "0;0", "children": []}]}, {"name": null, "role": "AXStaticText", "description": "Used for symbols not supported by the main font", "role_description": "text", "value": "Used for symbols not supported by the main font", "position": "-391.00;-244.00", "size": "168;28", "children": []}, {"name": null, "role": "AXGroup", "description": "", "role_description": "group", "value": 0, "position": "-391.00;-244.00", "size": "40;34", "children": []}, {"name": null, "role": "AXScrollArea", "description": null, "role_description": "scroll area", "value": 0, "position": "-391.00;-244.00", "size": "677;238", "children": [{"name": null, "role": "AXScrollBar", "description": null, "role_description": "scroll bar", "value": 0, "position": "-391.00;-244.00", "size": "18;238", "children": [{"name": null, "role": "AXButton", "description": "", "role_description": "button", "value": null, "position": "-391.00;-244.00", "size": "18;0", "children": []}, {"name": null, "role": "AXButton", "description": "", "role_description": "button", "value": null, "position": "-391.00;-244.00", "size": "18;0", "children": []}]}, {"name": null, "role": "AXScrollBar", "description": null, "role_description": "scroll bar", "value": 0, "position": "-391.00;-244.00", "size": "0;0", "children": []}, {"name": null, "role": "AXGroup", "description": "", "role_description": "group", "value": 0, "position": "-391.00;-244.00", "size": "0;0", "children": []}, {"name": null, "role": "AXStaticText", "description": "", "role_description": "text", "value": "", "position": "-391.00;-244.00", "size": "0;0", "children": []}, {"name": null, "role": "AXGroup", "description": null, "role_description": "group", "value": 0, "position": "-391.00;-244.00", "size": "11;550", "children": []}, {"name": null, "role": "AXTextArea", "description": "Editor", "role_description": "text entry area", "value": "PyCharm is an Integrated \nDevelopment Environment (IDE) designed\nto maximize productivity. It provides\nclever code completion, static code\nanalysis, and refactorings, and lets\nyou focus on the bright side of\nsoftware development making\nit an enjoyable experience.\n\nDefault:\nabcdefghijklmnopqrstuvwxyz\nABCDEFGHIJKLMNOPQRSTUVWXYZ\n0123456789 (){}[]\n+ - * / = .,;:!? #&$%@|^\n\nBold:\nabcdefghijklmnopqrstuvwxyz\nABCDEFGHIJKLMNOPQRSTUVWXYZ\n0123456789 (){}[]\n+ - * / = .,;:!? #&$%@|^\n\n<!-- -- != := === >= >- >=> |-> -> <$>\n</> #[ |||> |= ~@\n\n", "position": "-391.00;-244.00", "size": "666;550", "children": []}]}, {"name": null, "role": "AXStaticText", "description": "Enter any text to preview", "role_description": "text", "value": "Enter any text to preview", "position": "-391.00;-244.00", "size": "677;34", "children": []}, {"name": null, "role": "AXImage", "description": null, "role_description": "image", "value": null, "position": "-391.00;-244.00", "size": "17;6", "children": []}, {"name": null, "role": "AXStaticText", "description": "Scheme:", "role_description": "text", "value": "Scheme:", "position": "-391.00;-244.00", "size": "53;17", "children": []}, {"name": null, "role": "AXPopUpButton", "description": null, "role_description": "pop up button", "value": "Dark Theme default", "position": "-391.00;-244.00", "size": "200;34", "children": [{"name": null, "role": "AXPopUpButton", "description": null, "role_description": "pop up button", "value": null, "position": "-391.00;-244.00", "size": "0;0", "children": []}]}, {"name": null, "role": "AXTextField", "description": null, "role_description": "text field", "value": "", "position": "-391.00;-244.00", "size": "200;34", "children": []}, {"name": null, "role": "AXGroup", "description": "Action Toolbar", "role_description": "group", "value": 0, "position": "-391.00;-244.00", "size": "26;34", "children": [{"name": null, "role": "AXButton", "description": "Show Scheme Actions", "role_description": "button", "value": null, "position": "-391.00;-244.00", "size": "26;24", "children": []}]}, {"name": null, "role": "AXLink", "description": "Change IDE Theme…", "role_description": "link", "value": null, "position": "-391.00;-244.00", "size": "131;17", "children": []}, {"name": null, "role": "AXImage", "description": null, "role_description": "image", "value": null, "position": "-391.00;-244.00", "size": "16;16", "children": []}, {"name": null, "role": "AXStaticText", "description": "", "role_description": "text", "value": "", "position": "-391.00;-244.00", "size": "0;0", "children": []}, {"name": null, "role": "AXCheckBox", "description": "Use console font instead of the", "role_description": "checkbox", "value": 0, "position": "-391.00;-244.00", "size": "226;24", "children": []}, {"name": null, "role": "AXLink", "description": "default", "role_description": "link", "value": null, "position": "-391.00;-244.00", "size": "45;17", "children": []}, {"name": null, "role": "AXStaticText", "description": " (", "role_description": "text", "value": " (", "position": "-391.00;-244.00", "size": "8;17", "children": []}, {"name": null, "role": "AXStaticText", "description": "JetBrains Mono,13", "role_description": "text", "value": "JetBrains Mono,13", "position": "-391.00;-244.00", "size": "114;17", "children": []}, {"name": null, "role": "AXStaticText", "description": ")", "role_description": "text", "value": ")", "position": "-391.00;-244.00", "size": "5;17", "children": []}, {"name": null, "role": "AXStaticText", "description": "Font:", "role_description": "text", "value": "Font:", "position": "-391.00;-244.00", "size": "31;17", "children": []}, {"name": null, "role": "AXPopUpButton", "description": "Font:", "role_description": "pop up button", "value": "JetBrains Mono", "position": "-391.00;-244.00", "size": "272;34", "children": [{"name": null, "role": "AXPopUpButton", "description": null, "role_description": "pop up button", "value": null, "position": "-391.00;-244.00", "size": "0;0", "children": []}]}, {"name": null, "role": "AXCheckBox", "description": "Show only monospaced fonts", "role_description": "checkbox", "value": 1, "position": "-391.00;-244.00", "size": "182;24", "children": []}, {"name": null, "role": "AXStaticText", "description": "Size:", "role_description": "text", "value": "Size:", "position": "-391.00;-244.00", "size": "30;17", "children": []}, {"name": null, "role": "AXTextField", "description": "Size:", "role_description": "text field", "value": "13.0", "position": "-391.00;-244.00", "size": "50;34", "children": []}, {"name": null, "role": "AXStaticText", "description": "Line height:", "role_description": "text", "value": "Line height:", "position": "-391.00;-244.00", "size": "71;17", "children": []}, {"name": null, "role": "AXTextField", "description": "Line height:", "role_description": "text field", "value": "1.2", "position": "-391.00;-244.00", "size": "50;34", "children": []}, {"name": null, "role": "AXCheckBox", "description": "Enable ligatures", "role_description": "checkbox", "value": 0, "position": "-391.00;-244.00", "size": "126;25", "children": []}, {"name": null, "role": "AXImage", "description": "<html>Use several characters as a single<br>ligature. Ligatures enhance code<br>readability. Use the section below<br>to preview the changes", "role_description": "image", "value": null, "position": "-391.00;-244.00", "size": "21;16", "children": []}, {"name": null, "role": "AXTextField", "description": "text/html", "role_description": "text field", "value": "\nSee line height and ligatures also in Reader mode", "position": "-391.00;-244.00", "size": "280;15", "children": [{"name": null, "role": "AXTextField", "description": "text/html", "role_description": "text field", "value": null, "position": "-391.00;-244.00", "size": "0;0", "children": []}, {"name": null, "role": "AXTextField", "description": "text/html", "role_description": "text field", "value": null, "position": "-391.00;-244.00", "size": "204;15", "children": []}, {"name": null, "role": "AXTextField", "description": "text/html", "role_description": "text field", "value": null, "position": "-391.00;-244.00", "size": "76;15", "children": []}, {"name": null, "role": "AXTextField", "description": "text/html", "role_description": "text field", "value": null, "position": "-391.00;-244.00", "size": "0;15", "children": []}]}, {"name": null, "role": "AXStaticText", "description": "Fallback font:", "role_description": "text", "value": "Fallback font:", "position": "-391.00;-244.00", "size": "83;17", "children": []}, {"name": null, "role": "AXPopUpButton", "description": "Fallback font:", "role_description": "pop up button", "value": "<None>", "position": "-391.00;-244.00", "size": "272;34", "children": [{"name": null, "role": "AXPopUpButton", "description": null, "role_description": "pop up button", "value": null, "position": "-391.00;-244.00", "size": "0;0", "children": []}]}, {"name": null, "role": "AXStaticText", "description": "Used for symbols not supported by the main font", "role_description": "text", "value": "Used for symbols not supported by the main font", "position": "-391.00;-244.00", "size": "168;28", "children": []}, {"name": null, "role": "AXGroup", "description": "", "role_description": "group", "value": 0, "position": "-391.00;-244.00", "size": "40;34", "children": []}, {"name": null, "role": "AXScrollArea", "description": null, "role_description": "scroll area", "value": 0, "position": "-391.00;-244.00", "size": "677;238", "children": [{"name": null, "role": "AXScrollBar", "description": null, "role_description": "scroll bar", "value": 0, "position": "-391.00;-244.00", "size": "18;238", "children": [{"name": null, "role": "AXButton", "description": "", "role_description": "button", "value": null, "position": "-391.00;-244.00", "size": "18;0", "children": []}, {"name": null, "role": "AXButton", "description": "", "role_description": "button", "value": null, "position": "-391.00;-244.00", "size": "18;0", "children": []}]}, {"name": null, "role": "AXScrollBar", "description": null, "role_description": "scroll bar", "value": 0, "position": "-391.00;-244.00", "size": "0;0", "children": []}, {"name": null, "role": "AXGroup", "description": "", "role_description": "group", "value": 0, "position": "-391.00;-244.00", "size": "0;0", "children": []}, {"name": null, "role": "AXStaticText", "description": "", "role_description": "text", "value": "", "position": "-391.00;-244.00", "size": "0;0", "children": []}, {"name": null, "role": "AXGroup", "description": null, "role_description": "group", "value": 0, "position": "-391.00;-244.00", "size": "11;550", "children": []}, {"name": null, "role": "AXTextArea", "description": "Editor", "role_description": "text entry area", "value": "PyCharm is an Integrated \nDevelopment Environment (IDE) designed\nto maximize productivity. It provides\nclever code completion, static code\nanalysis, and refactorings, and lets\nyou focus on the bright side of\nsoftware development making\nit an enjoyable experience.\n\nDefault:\nabcdefghijklmnopqrstuvwxyz\nABCDEFGHIJKLMNOPQRSTUVWXYZ\n0123456789 (){}[]\n+ - * / = .,;:!? #&$%@|^\n\nBold:\nabcdefghijklmnopqrstuvwxyz\nABCDEFGHIJKLMNOPQRSTUVWXYZ\n0123456789 (){}[]\n+ - * / = .,;:!? #&$%@|^\n\n<!-- -- != := === >= >- >=> |-> -> <$>\n</> #[ |||> |= ~@\n\n", "position": "-391.00;-244.00", "size": "666;550", "children": []}]}, {"name": null, "role": "AXStaticText", "description": "Enter any text to preview", "role_description": "text", "value": "Enter any text to preview", "position": "-391.00;-244.00", "size": "677;34", "children": []}, {"name": null, "role": "AXImage", "description": null, "role_description": "image", "value": null, "position": "-391.00;-244.00", "size": "17;6", "children": []}, {"name": null, "role": "AXStaticText", "description": "Scheme:", "role_description": "text", "value": "Scheme:", "position": "-391.00;-244.00", "size": "53;17", "children": []}, {"name": null, "role": "AXPopUpButton", "description": null, "role_description": "pop up button", "value": "Dark Theme default", "position": "-391.00;-244.00", "size": "200;34", "children": [{"name": null, "role": "AXPopUpButton", "description": null, "role_description": "pop up button", "value": null, "position": "-391.00;-244.00", "size": "0;0", "children": []}]}, {"name": null, "role": "AXTextField", "description": null, "role_description": "text field", "value": "", "position": "-391.00;-244.00", "size": "200;34", "children": []}, {"name": null, "role": "AXGroup", "description": "Action Toolbar", "role_description": "group", "value": 0, "position": "-391.00;-244.00", "size": "26;34", "children": [{"name": null, "role": "AXButton", "description": "Show Scheme Actions", "role_description": "button", "value": null, "position": "-391.00;-244.00", "size": "26;24", "children": []}]}, {"name": null, "role": "AXLink", "description": "Change IDE Theme…", "role_description": "link", "value": null, "position": "-391.00;-244.00", "size": "131;17", "children": []}, {"name": null, "role": "AXImage", "description": null, "role_description": "image", "value": null, "position": "-391.00;-244.00", "size": "16;16", "children": []}, {"name": null, "role": "AXStaticText", "description": "", "role_description": "text", "value": "", "position": "-391.00;-244.00", "size": "0;0", "children": []}, {"name": null, "role": "AXScrollArea", "description": null, "role_description": "scroll area", "value": 0, "position": "-391.00;-244.00", "size": "405;238", "children": [{"name": null, "role": "AXScrollBar", "description": null, "role_description": "scroll bar", "value": 0, "position": "-391.00;-244.00", "size": "14;236", "children": []}, {"name": null, "role": "AXScrollBar", "description": null, "role_description": "scroll bar", "value": 0, "position": "-391.00;-244.00", "size": "0;0", "children": []}, {"name": null, "role": "AXOutline", "description": "tree", "role_description": "outline", "value": 0, "position": "-391.00;-244.00", "size": "403;320", "children": [{"name": null, "role": "AXRow", "description": "User 1 cursor", "role_description": "row", "value": 0, "position": "-391.00;-244.00", "size": "88;24", "children": [{"name": null, "role": "AXStaticText", "description": "User 1 cursor", "role_description": "text", "value": 0, "position": "-391.00;-244.00", "size": "88;24", "children": []}]}, {"name": null, "role": "AXRow", "description": "User 1 selection", "role_description": "row", "value": 0, "position": "-391.00;-244.00", "size": "104;24", "children": [{"name": null, "role": "AXStaticText", "description": "User 1 selection", "role_description": "text", "value": 0, "position": "-391.00;-244.00", "size": "104;24", "children": []}]}, {"name": null, "role": "AXRow", "description": "User 2 cursor", "role_description": "row", "value": 0, "position": "-391.00;-244.00", "size": "90;24", "children": [{"name": null, "role": "AXStaticText", "description": "User 2 cursor", "role_description": "text", "value": 0, "position": "-391.00;-244.00", "size": "90;24", "children": []}]}, {"name": null, "role": "AXRow", "description": "User 2 selection", "role_description": "row", "value": 0, "position": "-391.00;-244.00", "size": "106;24", "children": [{"name": null, "role": "AXStaticText", "description": "User 2 selection", "role_description": "text", "value": 0, "position": "-391.00;-244.00", "size": "106;24", "children": []}]}, {"name": null, "role": "AXRow", "description": "User 3 cursor", "role_description": "row", "value": 0, "position": "-391.00;-244.00", "size": "90;24", "children": [{"name": null, "role": "AXStaticText", "description": "User 3 cursor", "role_description": "text", "value": 0, "position": "-391.00;-244.00", "size": "90;24", "children": []}]}, {"name": null, "role": "AXRow", "description": "User 3 selection", "role_description": "row", "value": 0, "position": "-391.00;-244.00", "size": "106;24", "children": [{"name": null, "role": "AXStaticText", "description": "User 3 selection", "role_description": "text", "value": 0, "position": "-391.00;-244.00", "size": "106;24", "children": []}]}, {"name": null, "role": "AXRow", "description": "User 4 cursor", "role_description": "row", "value": 0, "position": "-391.00;-244.00", "size": "90;24", "children": [{"name": null, "role": "AXStaticText", "description": "User 4 cursor", "role_description": "text", "value": 0, "position": "-391.00;-244.00", "size": "90;24", "children": []}]}, {"name": null, "role": "AXRow", "description": "User 4 selection", "role_description": "row", "value": 0, "position": "-391.00;-244.00", "size": "106;24", "children": [{"name": null, "role": "AXStaticText", "description": "User 4 selection", "role_description": "text", "value": 0, "position": "-391.00;-244.00", "size": "106;24", "children": []}]}, {"name": null, "role": "AXRow", "description": "User 5 cursor", "role_description": "row", "value": 0, "position": "-391.00;-244.00", "size": "90;24", "children": [{"name": null, "role": "AXStaticText", "description": "User 5 cursor", "role_description": "text", "value": 0, "position": "-391.00;-244.00", "size": "90;24", "children": []}]}, {"name": null, "role": "AXRow", "description": "User 5 selection", "role_description": "row", "value": 0, "position": "-391.00;-244.00", "size": "106;24", "children": [{"name": null, "role": "AXStaticText", "description": "User 5 selection", "role_description": "text", "value": 0, "position": "-391.00;-244.00", "size": "106;24", "children": []}]}, {"name": null, "role": "AXRow", "description": "User 6 cursor", "role_description": "row", "value": 0, "position": "-391.00;-244.00", "size": "90;24", "children": [{"name": null, "role": "AXStaticText", "description": "User 6 cursor", "role_description": "text", "value": 0, "position": "-391.00;-244.00", "size": "90;24", "children": []}]}, {"name": null, "role": "AXRow", "description": "User 6 selection", "role_description": "row", "value": 0, "position": "-391.00;-244.00", "size": "106;24", "children": [{"name": null, "role": "AXStaticText", "description": "User 6 selection", "role_description": "text", "value": 0, "position": "-391.00;-244.00", "size": "106;24", "children": []}]}]}]}, {"name": null, "role": "AXGroup", "description": "", "role_description": "group", "value": 0, "position": "-391.00;-244.00", "size": "40;34", "children": []}, {"name": null, "role": "AXScrollArea", "description": null, "role_description": "scroll area", "value": 0, "position": "-391.00;-244.00", "size": "679;283", "children": [{"name": null, "role": "AXScrollBar", "description": null, "role_description": "scroll bar", "value": 0, "position": "-391.00;-244.00", "size": "18;281", "children": [{"name": null, "role": "AXButton", "description": "", "role_description": "button", "value": null, "position": "-391.00;-244.00", "size": "18;0", "children": []}, {"name": null, "role": "AXButton", "description": "", "role_description": "button", "value": null, "position": "-391.00;-244.00", "size": "18;0", "children": []}]}, {"name": null, "role": "AXScrollBar", "description": null, "role_description": "scroll bar", "value": 0, "position": "-391.00;-244.00", "size": "0;0", "children": []}, {"name": null, "role": "AXGroup", "description": "", "role_description": "group", "value": 0, "position": "-391.00;-244.00", "size": "0;0", "children": []}, {"name": null, "role": "AXStaticText", "description": "", "role_description": "text", "value": "", "position": "-391.00;-244.00", "size": "0;0", "children": []}, {"name": null, "role": "AXGroup", "description": null, "role_description": "group", "value": 0, "position": "-391.00;-244.00", "size": "11;308", "children": []}, {"name": null, "role": "AXTextArea", "description": "Editor", "role_description": "text entry area", "value": "{\n  // JSON file as an example\n  /* Some block comment */\n  \"keywords\":  [true, false, null],\n  \"strings\": {\n    \"no escapes\":  \"pseudopolinomiality\",\n    \"escapes\":  \"C-style\\r\\n and unicode\\u0021\"\n  },\n  \"some numbers\":  [\n    42,\n    -0.0e-0,\n    6.626e-34\n  ] \n}", "position": "-391.00;-244.00", "size": "666;308", "children": []}]}, {"name": null, "role": "AXImage", "description": null, "role_description": "image", "value": null, "position": "-391.00;-244.00", "size": "17;6", "children": []}, {"name": null, "role": "AXStaticText", "description": "Scheme:", "role_description": "text", "value": "Scheme:", "position": "-391.00;-244.00", "size": "53;17", "children": []}, {"name": null, "role": "AXPopUpButton", "description": null, "role_description": "pop up button", "value": "Dark Theme default", "position": "-391.00;-244.00", "size": "200;34", "children": [{"name": null, "role": "AXPopUpButton", "description": null, "role_description": "pop up button", "value": null, "position": "-391.00;-244.00", "size": "0;0", "children": []}]}, {"name": null, "role": "AXTextField", "description": null, "role_description": "text field", "value": "", "position": "-391.00;-244.00", "size": "200;34", "children": []}, {"name": null, "role": "AXGroup", "description": "Action Toolbar", "role_description": "group", "value": 0, "position": "-391.00;-244.00", "size": "26;34", "children": [{"name": null, "role": "AXButton", "description": "Show Scheme Actions", "role_description": "button", "value": null, "position": "-391.00;-244.00", "size": "26;24", "children": []}]}, {"name": null, "role": "AXLink", "description": "Change IDE Theme…", "role_description": "link", "value": null, "position": "-391.00;-244.00", "size": "131;17", "children": []}, {"name": null, "role": "AXImage", "description": null, "role_description": "image", "value": null, "position": "-391.00;-244.00", "size": "16;16", "children": []}, {"name": null, "role": "AXStaticText", "description": "", "role_description": "text", "value": "", "position": "-391.00;-244.00", "size": "0;0", "children": []}, {"name": null, "role": "AXScrollArea", "description": null, "role_description": "scroll area", "value": 0, "position": "-391.00;-244.00", "size": "405;238", "children": [{"name": null, "role": "AXOutline", "description": "tree", "role_description": "outline", "value": 0, "position": "-391.00;-244.00", "size": "403;236", "children": [{"name": null, "role": "AXRow", "description": "ANSI colors", "role_description": "row", "value": 0, "position": "-391.00;-244.00", "size": "78;24", "children": [{"name": null, "role": "AXStaticText", "description": "ANSI colors", "role_description": "text", "value": 0, "position": "-391.00;-244.00", "size": "78;24", "children": []}]}, {"name": null, "role": "AXRow", "description": "Console", "role_description": "row", "value": 0, "position": "-391.00;-244.00", "size": "57;24", "children": [{"name": null, "role": "AXStaticText", "description": "Console", "role_description": "text", "value": 0, "position": "-391.00;-244.00", "size": "57;24", "children": []}]}, {"name": null, "role": "AXRow", "description": "Log console", "role_description": "row", "value": 0, "position": "-391.00;-244.00", "size": "81;24", "children": [{"name": null, "role": "AXStaticText", "description": "Log console", "role_description": "text", "value": 0, "position": "-391.00;-244.00", "size": "81;24", "children": []}]}, {"name": null, "role": "AXRow", "description": "Terminal", "role_description": "row", "value": 0, "position": "-391.00;-244.00", "size": "60;24", "children": [{"name": null, "role": "AXStaticText", "description": "Terminal", "role_description": "text", "value": 0, "position": "-391.00;-244.00", "size": "60;24", "children": []}]}]}, {"name": null, "role": "AXScrollBar", "description": null, "role_description": "scroll bar", "value": 0, "position": "-391.00;-244.00", "size": "0;0", "children": []}, {"name": null, "role": "AXScrollBar", "description": null, "role_description": "scroll bar", "value": 0, "position": "-391.00;-244.00", "size": "0;0", "children": []}]}, {"name": null, "role": "AXGroup", "description": "", "role_description": "group", "value": 0, "position": "-391.00;-244.00", "size": "40;34", "children": []}, {"name": null, "role": "AXScrollArea", "description": null, "role_description": "scroll area", "value": 0, "position": "-391.00;-244.00", "size": "679;283", "children": [{"name": null, "role": "AXScrollBar", "description": null, "role_description": "scroll bar", "value": 0, "position": "-391.00;-244.00", "size": "18;281", "children": [{"name": null, "role": "AXButton", "description": "", "role_description": "button", "value": null, "position": "-391.00;-244.00", "size": "18;0", "children": []}, {"name": null, "role": "AXButton", "description": "", "role_description": "button", "value": null, "position": "-391.00;-244.00", "size": "18;0", "children": []}]}, {"name": null, "role": "AXScrollBar", "description": null, "role_description": "scroll bar", "value": 0, "position": "-391.00;-244.00", "size": "0;0", "children": []}, {"name": null, "role": "AXGroup", "description": "", "role_description": "group", "value": 0, "position": "-391.00;-244.00", "size": "0;0", "children": []}, {"name": null, "role": "AXStaticText", "description": "", "role_description": "text", "value": "", "position": "-391.00;-244.00", "size": "0;0", "children": []}, {"name": null, "role": "AXGroup", "description": null, "role_description": "group", "value": 0, "position": "-391.00;-244.00", "size": "11;726", "children": []}, {"name": null, "role": "AXTextArea", "description": "Editor", "role_description": "text entry area", "value": "C:\\command.com\n- C:>\n- help\nBad command or file name\n\nLog error\nLog warning\nLog info\nLog verbose\nLog debug\nAn expired log entry\n\n# Process output highlighted using ANSI colors codes\nANSI: black\nANSI: red\nANSI: green\nANSI: yellow\nANSI: blue\nANSI: magenta\nANSI: cyan\nANSI: gray\nANSI: dark gray\nANSI: bright red\nANSI: bright green\nANSI: bright yellow\nANSI: bright blue\nANSI: bright magenta\nANSI: bright cyan\nANSI: white\n\ngit log\nProcess finished with exit code 1\n", "position": "-391.00;-244.00", "size": "666;726", "children": []}]}, {"name": null, "role": "AXStaticText", "description": "Scheme:", "role_description": "text", "value": "Scheme:", "position": "-391.00;-244.00", "size": "53;17", "children": []}, {"name": null, "role": "AXPopUpButton", "description": null, "role_description": "pop up button", "value": "Dark Theme default", "position": "-391.00;-244.00", "size": "200;34", "children": [{"name": null, "role": "AXPopUpButton", "description": null, "role_description": "pop up button", "value": null, "position": "-391.00;-244.00", "size": "0;0", "children": []}]}, {"name": null, "role": "AXTextField", "description": null, "role_description": "text field", "value": "", "position": "-391.00;-244.00", "size": "200;34", "children": []}, {"name": null, "role": "AXGroup", "description": "Action Toolbar", "role_description": "group", "value": 0, "position": "-391.00;-244.00", "size": "26;34", "children": [{"name": null, "role": "AXButton", "description": "Show Scheme Actions", "role_description": "button", "value": null, "position": "-391.00;-244.00", "size": "26;24", "children": []}]}, {"name": null, "role": "AXLink", "description": "Change IDE Theme…", "role_description": "link", "value": null, "position": "-391.00;-244.00", "size": "131;17", "children": []}, {"name": null, "role": "AXImage", "description": null, "role_description": "image", "value": null, "position": "-391.00;-244.00", "size": "16;16", "children": []}, {"name": null, "role": "AXStaticText", "description": "", "role_description": "text", "value": "", "position": "-391.00;-244.00", "size": "0;0", "children": []}, {"name": null, "role": "AXScrollArea", "description": null, "role_description": "scroll area", "value": 0, "position": "-391.00;-244.00", "size": "405;528", "children": [{"name": null, "role": "AXOutline", "description": "tree", "role_description": "outline", "value": 0, "position": "-391.00;-244.00", "size": "403;526", "children": [{"name": null, "role": "AXRow", "description": "Breakpoint line", "role_description": "row", "value": 0, "position": "-391.00;-244.00", "size": "98;24", "children": [{"name": null, "role": "AXStaticText", "description": "Breakpoint line", "role_description": "text", "value": 0, "position": "-391.00;-244.00", "size": "98;24", "children": []}]}, {"name": null, "role": "AXRow", "description": "Evaluated expression text", "role_description": "row", "value": 0, "position": "-391.00;-244.00", "size": "165;24", "children": [{"name": null, "role": "AXStaticText", "description": "Evaluated expression text", "role_description": "text", "value": 0, "position": "-391.00;-244.00", "size": "165;24", "children": []}]}, {"name": null, "role": "AXRow", "description": "Evaluated expression text for execution line", "role_description": "row", "value": 0, "position": "-391.00;-244.00", "size": "275;24", "children": [{"name": null, "role": "AXStaticText", "description": "Evaluated expression text for execution line", "role_description": "text", "value": 0, "position": "-391.00;-244.00", "size": "275;24", "children": []}]}, {"name": null, "role": "AXRow", "description": "Execution point", "role_description": "row", "value": 0, "position": "-391.00;-244.00", "size": "102;24", "children": [{"name": null, "role": "AXStaticText", "description": "Execution point", "role_description": "text", "value": 0, "position": "-391.00;-244.00", "size": "102;24", "children": []}]}, {"name": null, "role": "AXRow", "description": "Inline stack frames", "role_description": "row", "value": 0, "position": "-391.00;-244.00", "size": "122;24", "children": [{"name": null, "role": "AXStaticText", "description": "Inline stack frames", "role_description": "text", "value": 0, "position": "-391.00;-244.00", "size": "122;24", "children": []}]}, {"name": null, "role": "AXRow", "description": "Inlined modified values", "role_description": "row", "value": 0, "position": "-391.00;-244.00", "size": "147;24", "children": [{"name": null, "role": "AXStaticText", "description": "Inlined modified values", "role_description": "text", "value": 0, "position": "-391.00;-244.00", "size": "147;24", "children": []}]}, {"name": null, "role": "AXRow", "description": "Inlined values", "role_description": "row", "value": 0, "position": "-391.00;-244.00", "size": "90;24", "children": [{"name": null, "role": "AXStaticText", "description": "Inlined values", "role_description": "text", "value": 0, "position": "-391.00;-244.00", "size": "90;24", "children": []}]}, {"name": null, "role": "AXRow", "description": "Inlined values for execution line", "role_description": "row", "value": 0, "position": "-391.00;-244.00", "size": "200;24", "children": [{"name": null, "role": "AXStaticText", "description": "Inlined values for execution line", "role_description": "text", "value": 0, "position": "-391.00;-244.00", "size": "200;24", "children": []}]}, {"name": null, "role": "AXRow", "description": "Not top frame", "role_description": "row", "value": 0, "position": "-391.00;-244.00", "size": "92;24", "children": [{"name": null, "role": "AXStaticText", "description": "Not top frame", "role_description": "text", "value": 0, "position": "-391.00;-244.00", "size": "92;24", "children": []}]}, {"name": null, "role": "AXRow", "description": "Smart step into selection", "role_description": "row", "value": 0, "position": "-391.00;-244.00", "size": "160;24", "children": [{"name": null, "role": "AXStaticText", "description": "Smart step into selection", "role_description": "text", "value": 0, "position": "-391.00;-244.00", "size": "160;24", "children": []}]}, {"name": null, "role": "AXRow", "description": "Smart step into target", "role_description": "row", "value": 0, "position": "-391.00;-244.00", "size": "141;24", "children": [{"name": null, "role": "AXStaticText", "description": "Smart step into target", "role_description": "text", "value": 0, "position": "-391.00;-244.00", "size": "141;24", "children": []}]}]}, {"name": null, "role": "AXScrollBar", "description": null, "role_description": "scroll bar", "value": 0, "position": "-391.00;-244.00", "size": "0;0", "children": []}, {"name": null, "role": "AXScrollBar", "description": null, "role_description": "scroll bar", "value": 0, "position": "-391.00;-244.00", "size": "0;0", "children": []}]}, {"name": null, "role": "AXImage", "description": null, "role_description": "image", "value": null, "position": "-391.00;-244.00", "size": "17;6", "children": []}, {"name": null, "role": "AXStaticText", "description": "Scheme:", "role_description": "text", "value": "Scheme:", "position": "-391.00;-244.00", "size": "53;17", "children": []}, {"name": null, "role": "AXPopUpButton", "description": null, "role_description": "pop up button", "value": "Dark Theme default", "position": "-391.00;-244.00", "size": "200;34", "children": [{"name": null, "role": "AXPopUpButton", "description": null, "role_description": "pop up button", "value": null, "position": "-391.00;-244.00", "size": "0;0", "children": []}]}, {"name": null, "role": "AXTextField", "description": null, "role_description": "text field", "value": "", "position": "-391.00;-244.00", "size": "200;34", "children": []}, {"name": null, "role": "AXGroup", "description": "Action Toolbar", "role_description": "group", "value": 0, "position": "-391.00;-244.00", "size": "26;34", "children": [{"name": null, "role": "AXButton", "description": "Show Scheme Actions", "role_description": "button", "value": null, "position": "-391.00;-244.00", "size": "26;24", "children": []}]}, {"name": null, "role": "AXLink", "description": "Change IDE Theme…", "role_description": "link", "value": null, "position": "-391.00;-244.00", "size": "131;17", "children": []}, {"name": null, "role": "AXImage", "description": null, "role_description": "image", "value": null, "position": "-391.00;-244.00", "size": "16;16", "children": []}, {"name": null, "role": "AXStaticText", "description": "", "role_description": "text", "value": "", "position": "-391.00;-244.00", "size": "0;0", "children": []}, {"name": null, "role": "AXScrollArea", "description": null, "role_description": "scroll area", "value": 0, "position": "-391.00;-244.00", "size": "467;238", "children": [{"name": null, "role": "AXOutline", "description": "tree", "role_description": "outline", "value": 0, "position": "-391.00;-244.00", "size": "465;236", "children": [{"name": null, "role": "AXRow", "description": "Changed lines", "role_description": "row", "value": 0, "position": "-391.00;-244.00", "size": "94;24", "children": [{"name": null, "role": "AXStaticText", "description": "Changed lines", "role_description": "text", "value": 0, "position": "-391.00;-244.00", "size": "94;24", "children": [{"name": null, "role": "AXStaticText", "description": "Changed", "role_description": "text", "value": "Changed", "position": "-391.00;-244.00", "size": "62;24", "children": []}, {"name": null, "role": "AXStaticText", "description": "Conflict", "role_description": "text", "value": "Conflict", "position": "-391.00;-244.00", "size": "54;24", "children": []}, {"name": null, "role": "AXStaticText", "description": "Deleted", "role_description": "text", "value": "Deleted", "position": "-391.00;-244.00", "size": "54;24", "children": []}, {"name": null, "role": "AXStaticText", "description": "Inserted", "role_description": "text", "value": "Inserted", "position": "-391.00;-244.00", "size": "57;24", "children": []}]}]}, {"name": null, "role": "AXRow", "description": "Changed", "role_description": "row", "value": 0, "position": "-391.00;-244.00", "size": "62;24", "children": [{"name": null, "role": "AXStaticText", "description": "Changed", "role_description": "text", "value": 0, "position": "-391.00;-244.00", "size": "62;24", "children": []}]}, {"name": null, "role": "AXRow", "description": "Conflict", "role_description": "row", "value": 0, "position": "-391.00;-244.00", "size": "54;24", "children": [{"name": null, "role": "AXStaticText", "description": "Conflict", "role_description": "text", "value": 0, "position": "-391.00;-244.00", "size": "54;24", "children": []}]}, {"name": null, "role": "AXRow", "description": "Deleted", "role_description": "row", "value": 0, "position": "-391.00;-244.00", "size": "54;24", "children": [{"name": null, "role": "AXStaticText", "description": "Deleted", "role_description": "text", "value": 0, "position": "-391.00;-244.00", "size": "54;24", "children": []}]}, {"name": null, "role": "AXRow", "description": "Inserted", "role_description": "row", "value": 0, "position": "-391.00;-244.00", "size": "57;24", "children": [{"name": null, "role": "AXStaticText", "description": "Inserted", "role_description": "text", "value": 0, "position": "-391.00;-244.00", "size": "57;24", "children": []}]}, {"name": null, "role": "AXRow", "description": "Folded unchanged fragments", "role_description": "row", "value": 0, "position": "-391.00;-244.00", "size": "187;24", "children": [{"name": null, "role": "AXStaticText", "description": "Folded unchanged fragments", "role_description": "text", "value": 0, "position": "-391.00;-244.00", "size": "187;24", "children": []}]}]}, {"name": null, "role": "AXScrollBar", "description": null, "role_description": "scroll bar", "value": 0, "position": "-391.00;-244.00", "size": "0;0", "children": []}, {"name": null, "role": "AXScrollBar", "description": null, "role_description": "scroll bar", "value": 0, "position": "-391.00;-244.00", "size": "0;0", "children": []}]}, {"name": null, "role": "AXStaticText", "description": "Important", "role_description": "text", "value": "Important", "position": "-391.00;-244.00", "size": "60;17", "children": []}, {"name": null, "role": "AXStaticText", "description": "Error stripe mark", "role_description": "text", "value": "Error stripe mark", "position": "-391.00;-244.00", "size": "103;17", "children": []}, {"name": null, "role": "AXStaticText", "description": "Ignored", "role_description": "text", "value": "Ignored", "position": "-391.00;-244.00", "size": "47;17", "children": []}, {"name": null, "role": "AXCheckBox", "description": "Inherit ignored color", "role_description": "checkbox", "value": 1, "position": "-391.00;-244.00", "size": "152;25", "children": []}, {"name": null, "role": "AXStaticText", "description": "", "role_description": "text", "value": "", "position": "-391.00;-244.00", "size": "185;16", "children": [{"name": null, "role": "AXStaticText", "description": null, "role_description": "text", "value": null, "position": "-391.00;-244.00", "size": "0;16", "children": []}, {"name": null, "role": "AXTextField", "description": "text/html", "role_description": "text field", "value": "", "position": "-391.00;-244.00", "size": "185;16", "children": [{"name": null, "role": "AXTextField", "description": "text/html", "role_description": "text field", "value": null, "position": "-391.00;-244.00", "size": "185;8", "children": []}]}]}, {"name": null, "role": "AXImage", "description": null, "role_description": "image", "value": null, "position": "-391.00;-244.00", "size": "16;16", "children": []}, {"name": null, "role": "AXScrollArea", "description": null, "role_description": "scroll area", "value": 0, "position": "-391.00;-244.00", "size": "209;263", "children": [{"name": null, "role": "AXScrollBar", "description": null, "role_description": "scroll bar", "value": 0, "position": "-391.00;-244.00", "size": "18;263", "children": [{"name": null, "role": "AXButton", "description": "", "role_description": "button", "value": null, "position": "-391.00;-244.00", "size": "18;0", "children": []}, {"name": null, "role": "AXButton", "description": "", "role_description": "button", "value": null, "position": "-391.00;-244.00", "size": "18;0", "children": []}]}, {"name": null, "role": "AXScrollBar", "description": null, "role_description": "scroll bar", "value": 0, "position": "-391.00;-244.00", "size": "143;14", "children": []}, {"name": null, "role": "AXGroup", "description": "", "role_description": "group", "value": 0, "position": "-391.00;-244.00", "size": "0;0", "children": []}, {"name": null, "role": "AXStaticText", "description": "", "role_description": "text", "value": "", "position": "-391.00;-244.00", "size": "0;0", "children": []}, {"name": null, "role": "AXGroup", "description": null, "role_description": "group", "value": 0, "position": "-391.00;-244.00", "size": "48;462", "children": []}, {"name": null, "role": "AXTextArea", "description": "Editor", "role_description": "text entry area", "value": "class MyClass\n  value = 123\n\n  def left_only(self):\n    bar(123)\n\n  def foo(self):\n    # Left changes\n    pass\n\n  def bar(self, a, b)\n\n    print a\n    print b\n\n\n\n", "position": "-391.00;-244.00", "size": "212;462", "children": []}]}, {"name": null, "role": "AXStaticText", "description": "", "role_description": "text", "value": "", "position": "-391.00;-244.00", "size": "187;16", "children": [{"name": null, "role": "AXStaticText", "description": null, "role_description": "text", "value": null, "position": "-391.00;-244.00", "size": "0;16", "children": []}, {"name": null, "role": "AXTextField", "description": "text/html", "role_description": "text field", "value": "", "position": "-391.00;-244.00", "size": "187;16", "children": [{"name": null, "role": "AXTextField", "description": "text/html", "role_description": "text field", "value": null, "position": "-391.00;-244.00", "size": "187;8", "children": []}]}]}, {"name": null, "role": "AXImage", "description": null, "role_description": "image", "value": null, "position": "-391.00;-244.00", "size": "16;16", "children": []}, {"name": null, "role": "AXScrollArea", "description": null, "role_description": "scroll area", "value": 0, "position": "-391.00;-244.00", "size": "211;263", "children": [{"name": null, "role": "AXScrollBar", "description": null, "role_description": "scroll bar", "value": 0, "position": "-391.00;-244.00", "size": "18;263", "children": [{"name": null, "role": "AXButton", "description": "", "role_description": "button", "value": null, "position": "-391.00;-244.00", "size": "18;0", "children": []}, {"name": null, "role": "AXButton", "description": "", "role_description": "button", "value": null, "position": "-391.00;-244.00", "size": "18;0", "children": []}]}, {"name": null, "role": "AXScrollBar", "description": null, "role_description": "scroll bar", "value": 0, "position": "-391.00;-244.00", "size": "145;14", "children": []}, {"name": null, "role": "AXGroup", "description": "", "role_description": "group", "value": 0, "position": "-391.00;-244.00", "size": "0;0", "children": []}, {"name": null, "role": "AXStaticText", "description": "", "role_description": "text", "value": "", "position": "-391.00;-244.00", "size": "0;0", "children": []}, {"name": null, "role": "AXGroup", "description": null, "role_description": "group", "value": 0, "position": "-391.00;-244.00", "size": "48;440", "children": []}, {"name": null, "role": "AXTextArea", "description": "Editor", "role_description": "text entry area", "value": "class MyClass\n  value = 123\n\n  def foo(self):\n    pass\n\n  def removed_from_left(self):\n    bar('PyCharmRulezzz')\n\n  def bar(self, a, b)\n\n    print a\n    print b\n\n\n\n", "position": "-391.00;-244.00", "size": "257;440", "children": []}]}, {"name": null, "role": "AXStaticText", "description": "", "role_description": "text", "value": "", "position": "-391.00;-244.00", "size": "185;16", "children": [{"name": null, "role": "AXStaticText", "description": null, "role_description": "text", "value": null, "position": "-391.00;-244.00", "size": "0;16", "children": []}, {"name": null, "role": "AXTextField", "description": "text/html", "role_description": "text field", "value": "", "position": "-391.00;-244.00", "size": "185;16", "children": [{"name": null, "role": "AXTextField", "description": "text/html", "role_description": "text field", "value": null, "position": "-391.00;-244.00", "size": "185;8", "children": []}]}]}, {"name": null, "role": "AXImage", "description": null, "role_description": "image", "value": null, "position": "-391.00;-244.00", "size": "16;16", "children": []}, {"name": null, "role": "AXScrollArea", "description": null, "role_description": "scroll area", "value": 0, "position": "-391.00;-244.00", "size": "209;263", "children": [{"name": null, "role": "AXScrollBar", "description": null, "role_description": "scroll bar", "value": 0, "position": "-391.00;-244.00", "size": "18;263", "children": [{"name": null, "role": "AXButton", "description": "", "role_description": "button", "value": null, "position": "-391.00;-244.00", "size": "18;0", "children": []}, {"name": null, "role": "AXButton", "description": "", "role_description": "button", "value": null, "position": "-391.00;-244.00", "size": "18;0", "children": []}]}, {"name": null, "role": "AXScrollBar", "description": null, "role_description": "scroll bar", "value": 0, "position": "-391.00;-244.00", "size": "143;14", "children": []}, {"name": null, "role": "AXGroup", "description": "", "role_description": "group", "value": 0, "position": "-391.00;-244.00", "size": "0;0", "children": []}, {"name": null, "role": "AXStaticText", "description": "", "role_description": "text", "value": "", "position": "-391.00;-244.00", "size": "0;0", "children": []}, {"name": null, "role": "AXGroup", "description": null, "role_description": "group", "value": 0, "position": "-391.00;-244.00", "size": "48;462", "children": []}, {"name": null, "role": "AXTextArea", "description": "Editor", "role_description": "text entry area", "value": "class MyClass\n  value = -123\n\n  def foo(self):\n    # Right changes\n    pass\n\n  def removed_from_left(self):\n    bar('PyCharmRulezzz')\n\n  def bar(self, a, b)\n    print a\n\n    print b\n\n\n\n", "position": "-391.00;-244.00", "size": "257;462", "children": []}]}, {"name": null, "role": "AXImage", "description": null, "role_description": "image", "value": null, "position": "-391.00;-244.00", "size": "17;6", "children": []}, {"name": null, "role": "AXStaticText", "description": "Scheme:", "role_description": "text", "value": "Scheme:", "position": "-391.00;-244.00", "size": "53;17", "children": []}, {"name": null, "role": "AXPopUpButton", "description": null, "role_description": "pop up button", "value": "Dark Theme default", "position": "-391.00;-244.00", "size": "200;34", "children": [{"name": null, "role": "AXPopUpButton", "description": null, "role_description": "pop up button", "value": null, "position": "-391.00;-244.00", "size": "0;0", "children": []}]}, {"name": null, "role": "AXTextField", "description": null, "role_description": "text field", "value": "", "position": "-391.00;-244.00", "size": "200;34", "children": []}, {"name": null, "role": "AXGroup", "description": "Action Toolbar", "role_description": "group", "value": 0, "position": "-391.00;-244.00", "size": "26;34", "children": [{"name": null, "role": "AXButton", "description": "Show Scheme Actions", "role_description": "button", "value": null, "position": "-391.00;-244.00", "size": "26;24", "children": []}]}, {"name": null, "role": "AXLink", "description": "Change IDE Theme…", "role_description": "link", "value": null, "position": "-391.00;-244.00", "size": "131;17", "children": []}, {"name": null, "role": "AXImage", "description": null, "role_description": "image", "value": null, "position": "-391.00;-244.00", "size": "16;16", "children": []}, {"name": null, "role": "AXStaticText", "description": "", "role_description": "text", "value": "", "position": "-391.00;-244.00", "size": "0;0", "children": []}, {"name": null, "role": "AXScrollArea", "description": null, "role_description": "scroll area", "value": 0, "position": "-391.00;-244.00", "size": "405;238", "children": [{"name": null, "role": "AXScrollBar", "description": null, "role_description": "scroll bar", "value": 0, "position": "-391.00;-244.00", "size": "14;236", "children": []}, {"name": null, "role": "AXScrollBar", "description": null, "role_description": "scroll bar", "value": 0, "position": "-391.00;-244.00", "size": "0;0", "children": []}, {"name": null, "role": "AXOutline", "description": "tree", "role_description": "outline", "value": 0, "position": "-391.00;-244.00", "size": "403;272", "children": [{"name": null, "role": "AXRow", "description": "Block comment", "role_description": "row", "value": 0, "position": "-391.00;-244.00", "size": "101;24", "children": [{"name": null, "role": "AXStaticText", "description": "Block comment", "role_description": "text", "value": 0, "position": "-391.00;-244.00", "size": "101;24", "children": []}]}, {"name": null, "role": "AXRow", "description": "Invalid string escape", "role_description": "row", "value": 0, "position": "-391.00;-244.00", "size": "133;24", "children": [{"name": null, "role": "AXStaticText", "description": "Invalid string escape", "role_description": "text", "value": 0, "position": "-391.00;-244.00", "size": "133;24", "children": []}]}, {"name": null, "role": "AXRow", "description": "Keyword1", "role_description": "row", "value": 0, "position": "-391.00;-244.00", "size": "67;24", "children": [{"name": null, "role": "AXStaticText", "description": "Keyword1", "role_description": "text", "value": 0, "position": "-391.00;-244.00", "size": "67;24", "children": []}]}, {"name": null, "role": "AXRow", "description": "Keyword2", "role_description": "row", "value": 0, "position": "-391.00;-244.00", "size": "69;24", "children": [{"name": null, "role": "AXStaticText", "description": "Keyword2", "role_description": "text", "value": 0, "position": "-391.00;-244.00", "size": "69;24", "children": []}]}, {"name": null, "role": "AXRow", "description": "Keyword3", "role_description": "row", "value": 0, "position": "-391.00;-244.00", "size": "69;24", "children": [{"name": null, "role": "AXStaticText", "description": "Keyword3", "role_description": "text", "value": 0, "position": "-391.00;-244.00", "size": "69;24", "children": []}]}, {"name": null, "role": "AXRow", "description": "Keyword4", "role_description": "row", "value": 0, "position": "-391.00;-244.00", "size": "69;24", "children": [{"name": null, "role": "AXStaticText", "description": "Keyword4", "role_description": "text", "value": 0, "position": "-391.00;-244.00", "size": "69;24", "children": []}]}, {"name": null, "role": "AXRow", "description": "Line comment", "role_description": "row", "value": 0, "position": "-391.00;-244.00", "size": "93;24", "children": [{"name": null, "role": "AXStaticText", "description": "Line comment", "role_description": "text", "value": 0, "position": "-391.00;-244.00", "size": "93;24", "children": []}]}, {"name": null, "role": "AXRow", "description": "Number", "role_description": "row", "value": 0, "position": "-391.00;-244.00", "size": "56;24", "children": [{"name": null, "role": "AXStaticText", "description": "Number", "role_description": "text", "value": 0, "position": "-391.00;-244.00", "size": "56;24", "children": []}]}, {"name": null, "role": "AXRow", "description": "String", "role_description": "row", "value": 0, "position": "-391.00;-244.00", "size": "43;24", "children": [{"name": null, "role": "AXStaticText", "description": "String", "role_description": "text", "value": 0, "position": "-391.00;-244.00", "size": "43;24", "children": []}]}, {"name": null, "role": "AXRow", "description": "Valid string escape", "role_description": "row", "value": 0, "position": "-391.00;-244.00", "size": "124;24", "children": [{"name": null, "role": "AXStaticText", "description": "Valid string escape", "role_description": "text", "value": 0, "position": "-391.00;-244.00", "size": "124;24", "children": []}]}]}]}, {"name": null, "role": "AXGroup", "description": "", "role_description": "group", "value": 0, "position": "-391.00;-244.00", "size": "40;34", "children": []}, {"name": null, "role": "AXScrollArea", "description": null, "role_description": "scroll area", "value": 0, "position": "-391.00;-244.00", "size": "679;283", "children": [{"name": null, "role": "AXScrollBar", "description": null, "role_description": "scroll bar", "value": 0, "position": "-391.00;-244.00", "size": "18;281", "children": [{"name": null, "role": "AXButton", "description": "", "role_description": "button", "value": null, "position": "-391.00;-244.00", "size": "18;0", "children": []}, {"name": null, "role": "AXButton", "description": "", "role_description": "button", "value": null, "position": "-391.00;-244.00", "size": "18;0", "children": []}]}, {"name": null, "role": "AXScrollBar", "description": null, "role_description": "scroll bar", "value": 0, "position": "-391.00;-244.00", "size": "0;0", "children": []}, {"name": null, "role": "AXGroup", "description": "", "role_description": "group", "value": 0, "position": "-391.00;-244.00", "size": "0;0", "children": []}, {"name": null, "role": "AXStaticText", "description": "", "role_description": "text", "value": "", "position": "-391.00;-244.00", "size": "0;0", "children": []}, {"name": null, "role": "AXGroup", "description": null, "role_description": "group", "value": 0, "position": "-391.00;-244.00", "size": "11;308", "children": []}, {"name": null, "role": "AXTextArea", "description": "Editor", "role_description": "text entry area", "value": "# Line comment\naKeyword1 variable = 123;\nanotherKeyword1 someString = \"SomeString\";\naKeyword2 variable = 123;\nanotherKeyword2 someString = \"SomeString\";\naKeyword3 variable = 123;\nanotherKeyword3 someString = \"SomeString\";\naKeyword4 variable = 123;\nanotherKeyword4 someString = \"SomeString \\n\\x  \\& \\g \";\n/* \n * Block comment\n */\n\n", "position": "-391.00;-244.00", "size": "666;308", "children": []}]}, {"name": null, "role": "AXImage", "description": null, "role_description": "image", "value": null, "position": "-391.00;-244.00", "size": "17;6", "children": []}, {"name": null, "role": "AXStaticText", "description": "Scheme:", "role_description": "text", "value": "Scheme:", "position": "-391.00;-244.00", "size": "53;17", "children": []}, {"name": null, "role": "AXPopUpButton", "description": null, "role_description": "pop up button", "value": "Dark Theme default", "position": "-391.00;-244.00", "size": "200;34", "children": [{"name": null, "role": "AXPopUpButton", "description": null, "role_description": "pop up button", "value": null, "position": "-391.00;-244.00", "size": "0;0", "children": []}]}, {"name": null, "role": "AXTextField", "description": null, "role_description": "text field", "value": "", "position": "-391.00;-244.00", "size": "200;34", "children": []}, {"name": null, "role": "AXGroup", "description": "Action Toolbar", "role_description": "group", "value": 0, "position": "-391.00;-244.00", "size": "26;34", "children": [{"name": null, "role": "AXButton", "description": "Show Scheme Actions", "role_description": "button", "value": null, "position": "-391.00;-244.00", "size": "26;24", "children": []}]}, {"name": null, "role": "AXLink", "description": "Change IDE Theme…", "role_description": "link", "value": null, "position": "-391.00;-244.00", "size": "131;17", "children": []}, {"name": null, "role": "AXImage", "description": null, "role_description": "image", "value": null, "position": "-391.00;-244.00", "size": "16;16", "children": []}, {"name": null, "role": "AXStaticText", "description": "", "role_description": "text", "value": "", "position": "-391.00;-244.00", "size": "0;0", "children": []}, {"name": null, "role": "AXScrollArea", "description": null, "role_description": "scroll area", "value": 0, "position": "-391.00;-244.00", "size": "435;299", "children": [{"name": null, "role": "AXOutline", "description": "tree", "role_description": "outline", "value": 0, "position": "-391.00;-244.00", "size": "433;297", "children": [{"name": null, "role": "AXRow", "description": "Editor Gutter", "role_description": "row", "value": 0, "position": "-391.00;-244.00", "size": "85;24", "children": [{"name": null, "role": "AXStaticText", "description": "Editor Gutter", "role_description": "text", "value": 0, "position": "-391.00;-244.00", "size": "85;24", "children": []}]}, {"name": null, "role": "AXRow", "description": "VCS Annotations", "role_description": "row", "value": 0, "position": "-391.00;-244.00", "size": "110;24", "children": [{"name": null, "role": "AXStaticText", "description": "VCS Annotations", "role_description": "text", "value": 0, "position": "-391.00;-244.00", "size": "110;24", "children": []}]}]}, {"name": null, "role": "AXScrollBar", "description": null, "role_description": "scroll bar", "value": 0, "position": "-391.00;-244.00", "size": "0;0", "children": []}, {"name": null, "role": "AXScrollBar", "description": null, "role_description": "scroll bar", "value": 0, "position": "-391.00;-244.00", "size": "0;0", "children": []}]}, {"name": null, "role": "AXCheckBox", "description": "Foreground", "role_description": "checkbox", "value": 0, "position": "-391.00;-244.00", "size": "100;25", "children": []}, {"name": null, "role": "AXCheckBox", "description": "Background", "role_description": "checkbox", "value": 0, "position": "-391.00;-244.00", "size": "102;25", "children": []}, {"name": null, "role": "AXCheckBox", "description": "Error stripe mark", "role_description": "checkbox", "value": 0, "position": "-391.00;-244.00", "size": "131;25", "children": []}, {"name": null, "role": "AXCheckBox", "description": "Effects", "role_description": "checkbox", "value": 0, "position": "-391.00;-244.00", "size": "72;25", "children": []}, {"name": null, "role": "AXCheckBox", "description": "Inherit values from:", "role_description": "checkbox", "value": 0, "position": "-391.00;-244.00", "size": "0;0", "children": []}, {"name": null, "role": "AXScrollArea", "description": null, "role_description": "scroll area", "value": 0, "position": "-391.00;-244.00", "size": "210;23", "children": [{"name": null, "role": "AXTextField", "description": "text/html", "role_description": "text field", "value": "\n", "position": "-391.00;-244.00", "size": "210;23", "children": [{"name": null, "role": "AXTextField", "description": "text/html", "role_description": "text field", "value": null, "position": "-391.00;-244.00", "size": "205;15", "children": []}, {"name": null, "role": "AXTextField", "description": "text/html", "role_description": "text field", "value": null, "position": "-391.00;-244.00", "size": "205;0", "children": []}]}, {"name": null, "role": "AXScrollBar", "description": null, "role_description": "scroll bar", "value": 0, "position": "-391.00;-244.00", "size": "0;0", "children": []}, {"name": null, "role": "AXScrollBar", "description": null, "role_description": "scroll bar", "value": 0, "position": "-391.00;-244.00", "size": "0;0", "children": []}]}, {"name": null, "role": "AXCheckBox", "description": "Bold", "role_description": "checkbox", "value": 0, "position": "-391.00;-244.00", "size": "55;25", "children": []}, {"name": null, "role": "AXCheckBox", "description": "Italic", "role_description": "checkbox", "value": 0, "position": "-391.00;-244.00", "size": "57;25", "children": []}, {"name": null, "role": "AXStaticText", "description": "Font", "role_description": "text", "value": "Font", "position": "-391.00;-244.00", "size": "0;0", "children": []}, {"name": null, "role": "AXPopUpButton", "description": null, "role_description": "pop up button", "value": null, "position": "-391.00;-244.00", "size": "176;34", "children": [{"name": null, "role": "AXPopUpButton", "description": null, "role_description": "pop up button", "value": null, "position": "-391.00;-244.00", "size": "0;0", "children": [{"name": null, "role": "AXMenuItem", "description": null, "role_description": "menu item", "value": null, "position": "-391.00;-244.00", "size": "0;0", "children": [{"name": null, "role": "AXList", "description": "list", "role_description": "list", "value": 0, "position": "-391.00;-244.00", "size": "0;0", "children": [{"name": null, "role": "AXRow", "description": "Underscored", "role_description": "row", "value": 0, "position": "-391.00;-244.00", "size": "0;24", "children": [{"name": null, "role": "AXStaticText", "description": "Underscored", "role_description": "text", "value": 0, "position": "-391.00;-244.00", "size": "0;24", "children": []}]}, {"name": null, "role": "AXRow", "description": "Bold Underscored", "role_description": "row", "value": 0, "position": "-391.00;-244.00", "size": "0;24", "children": [{"name": null, "role": "AXStaticText", "description": "Bold Underscored", "role_description": "text", "value": 0, "position": "-391.00;-244.00", "size": "0;24", "children": []}]}, {"name": null, "role": "AXRow", "description": "Underwaved", "role_description": "row", "value": 0, "position": "-391.00;-244.00", "size": "0;24", "children": [{"name": null, "role": "AXStaticText", "description": "Underwaved", "role_description": "text", "value": 0, "position": "-391.00;-244.00", "size": "0;24", "children": []}]}, {"name": null, "role": "AXRow", "description": "Bordered", "role_description": "row", "value": 0, "position": "-391.00;-244.00", "size": "0;24", "children": [{"name": null, "role": "AXStaticText", "description": "Bordered", "role_description": "text", "value": 0, "position": "-391.00;-244.00", "size": "0;24", "children": []}]}, {"name": null, "role": "AXRow", "description": "Strikeout", "role_description": "row", "value": 0, "position": "-391.00;-244.00", "size": "0;24", "children": [{"name": null, "role": "AXStaticText", "description": "Strikeout", "role_description": "text", "value": 0, "position": "-391.00;-244.00", "size": "0;24", "children": []}]}, {"name": null, "role": "AXRow", "description": "Dotted Line", "role_description": "row", "value": 0, "position": "-391.00;-244.00", "size": "0;24", "children": [{"name": null, "role": "AXStaticText", "description": "Dotted Line", "role_description": "text", "value": 0, "position": "-391.00;-244.00", "size": "0;24", "children": []}]}]}, {"name": null, "role": "AXScrollBar", "description": null, "role_description": "scroll bar", "value": 0, "position": "-391.00;-244.00", "size": "0;0", "children": []}]}]}]}, {"name": null, "role": "AXScrollArea", "description": null, "role_description": "scroll area", "value": 0, "position": "-391.00;-244.00", "size": "679;222", "children": [{"name": null, "role": "AXScrollBar", "description": null, "role_description": "scroll bar", "value": 0, "position": "-391.00;-244.00", "size": "14;220", "children": []}, {"name": null, "role": "AXScrollBar", "description": null, "role_description": "scroll bar", "value": 0, "position": "-391.00;-244.00", "size": "0;0", "children": []}, {"name": null, "role": "AXGroup", "description": "", "role_description": "group", "value": 0, "position": "-391.00;-244.00", "size": "0;0", "children": []}, {"name": null, "role": "AXStaticText", "description": "", "role_description": "text", "value": "", "position": "-391.00;-244.00", "size": "0;0", "children": []}, {"name": null, "role": "AXGroup", "description": null, "role_description": "group", "value": 0, "position": "-391.00;-244.00", "size": "218;594", "children": []}, {"name": null, "role": "AXTextArea", "description": "Editor", "role_description": "text entry area", "value": "Deleted line below\n\nModified line\n\nAdded line\n\nLine with modified whitespaces\n\nAdded line\nLine with modified whitespaces and deletion after\n\nDeleted ignored line below\n\nModified ignored line\n\nAdded ignored line\n\nLine modified in last commit\n\n\n\n", "position": "-391.00;-244.00", "size": "459;594", "children": []}]}, {"name": null, "role": "AXImage", "description": null, "role_description": "image", "value": null, "position": "-391.00;-244.00", "size": "17;6", "children": []}, {"name": null, "role": "AXStaticText", "description": "Scheme:", "role_description": "text", "value": "Scheme:", "position": "-391.00;-244.00", "size": "53;17", "children": []}, {"name": null, "role": "AXPopUpButton", "description": null, "role_description": "pop up button", "value": "Dark Theme default", "position": "-391.00;-244.00", "size": "200;34", "children": [{"name": null, "role": "AXPopUpButton", "description": null, "role_description": "pop up button", "value": null, "position": "-391.00;-244.00", "size": "0;0", "children": []}]}, {"name": null, "role": "AXTextField", "description": null, "role_description": "text field", "value": "", "position": "-391.00;-244.00", "size": "200;34", "children": []}, {"name": null, "role": "AXGroup", "description": "Action Toolbar", "role_description": "group", "value": 0, "position": "-391.00;-244.00", "size": "26;34", "children": [{"name": null, "role": "AXButton", "description": "Show Scheme Actions", "role_description": "button", "value": null, "position": "-391.00;-244.00", "size": "26;24", "children": []}]}, {"name": null, "role": "AXLink", "description": "Change IDE Theme…", "role_description": "link", "value": null, "position": "-391.00;-244.00", "size": "131;17", "children": []}, {"name": null, "role": "AXImage", "description": null, "role_description": "image", "value": null, "position": "-391.00;-244.00", "size": "16;16", "children": []}, {"name": null, "role": "AXStaticText", "description": "", "role_description": "text", "value": "", "position": "-391.00;-244.00", "size": "0;0", "children": []}, {"name": null, "role": "AXScrollArea", "description": null, "role_description": "scroll area", "value": 0, "position": "-391.00;-244.00", "size": "405;238", "children": [{"name": null, "role": "AXScrollBar", "description": null, "role_description": "scroll bar", "value": 0, "position": "-391.00;-244.00", "size": "14;236", "children": []}, {"name": null, "role": "AXScrollBar", "description": null, "role_description": "scroll bar", "value": 0, "position": "-391.00;-244.00", "size": "0;0", "children": []}, {"name": null, "role": "AXOutline", "description": "tree", "role_description": "outline", "value": 0, "position": "-391.00;-244.00", "size": "403;440", "children": [{"name": null, "role": "AXRow", "description": "Braces and Operators", "role_description": "row", "value": 0, "position": "-391.00;-244.00", "size": "141;24", "children": [{"name": null, "role": "AXStaticText", "description": "Braces and Operators", "role_description": "text", "value": 0, "position": "-391.00;-244.00", "size": "141;24", "children": []}]}, {"name": null, "role": "AXRow", "description": "Built-in name", "role_description": "row", "value": 0, "position": "-391.00;-244.00", "size": "88;24", "children": [{"name": null, "role": "AXStaticText", "description": "Built-in name", "role_description": "text", "value": 0, "position": "-391.00;-244.00", "size": "88;24", "children": []}]}, {"name": null, "role": "AXRow", "description": "Class definition", "role_description": "row", "value": 0, "position": "-391.00;-244.00", "size": "101;24", "children": [{"name": null, "role": "AXStaticText", "description": "Class definition", "role_description": "text", "value": 0, "position": "-391.00;-244.00", "size": "101;24", "children": []}]}, {"name": null, "role": "AXRow", "description": "Decorator", "role_description": "row", "value": 0, "position": "-391.00;-244.00", "size": "68;24", "children": [{"name": null, "role": "AXStaticText", "description": "Decorator", "role_description": "text", "value": 0, "position": "-391.00;-244.00", "size": "68;24", "children": []}]}, {"name": null, "role": "AXRow", "description": "Docstring", "role_description": "row", "value": 0, "position": "-391.00;-244.00", "size": "66;24", "children": [{"name": null, "role": "AXStaticText", "description": "Docstring", "role_description": "text", "value": 0, "position": "-391.00;-244.00", "size": "66;24", "children": []}]}, {"name": null, "role": "AXRow", "description": "Functions", "role_description": "row", "value": 0, "position": "-391.00;-244.00", "size": "67;24", "children": [{"name": null, "role": "AXStaticText", "description": "Functions", "role_description": "text", "value": 0, "position": "-391.00;-244.00", "size": "67;24", "children": []}]}, {"name": null, "role": "AXRow", "description": "Keyword", "role_description": "row", "value": 0, "position": "-391.00;-244.00", "size": "61;24", "children": [{"name": null, "role": "AXStaticText", "description": "Keyword", "role_description": "text", "value": 0, "position": "-391.00;-244.00", "size": "61;24", "children": []}]}, {"name": null, "role": "AXRow", "description": "Keyword argument", "role_description": "row", "value": 0, "position": "-391.00;-244.00", "size": "124;24", "children": [{"name": null, "role": "AXStaticText", "description": "Keyword argument", "role_description": "text", "value": 0, "position": "-391.00;-244.00", "size": "124;24", "children": []}]}, {"name": null, "role": "AXRow", "description": "Line comment", "role_description": "row", "value": 0, "position": "-391.00;-244.00", "size": "93;24", "children": [{"name": null, "role": "AXStaticText", "description": "Line comment", "role_description": "text", "value": 0, "position": "-391.00;-244.00", "size": "93;24", "children": []}]}, {"name": null, "role": "AXRow", "description": "Local variables", "role_description": "row", "value": 0, "position": "-391.00;-244.00", "size": "98;24", "children": [{"name": null, "role": "AXStaticText", "description": "Local variables", "role_description": "text", "value": 0, "position": "-391.00;-244.00", "size": "98;24", "children": []}]}, {"name": null, "role": "AXRow", "description": "Number", "role_description": "row", "value": 0, "position": "-391.00;-244.00", "size": "56;24", "children": [{"name": null, "role": "AXStaticText", "description": "Number", "role_description": "text", "value": 0, "position": "-391.00;-244.00", "size": "56;24", "children": []}]}, {"name": null, "role": "AXRow", "description": "Parameters", "role_description": "row", "value": 0, "position": "-391.00;-244.00", "size": "77;24", "children": [{"name": null, "role": "AXStaticText", "description": "Parameters", "role_description": "text", "value": 0, "position": "-391.00;-244.00", "size": "77;24", "children": []}]}, {"name": null, "role": "AXRow", "description": "Semantic highlighting", "role_description": "row", "value": 0, "position": "-391.00;-244.00", "size": "139;24", "children": [{"name": null, "role": "AXStaticText", "description": "Semantic highlighting", "role_description": "text", "value": 0, "position": "-391.00;-244.00", "size": "139;24", "children": []}]}, {"name": null, "role": "AXRow", "description": "Special names", "role_description": "row", "value": 0, "position": "-391.00;-244.00", "size": "95;24", "children": [{"name": null, "role": "AXStaticText", "description": "Special names", "role_description": "text", "value": 0, "position": "-391.00;-244.00", "size": "95;24", "children": []}]}, {"name": null, "role": "AXRow", "description": "String", "role_description": "row", "value": 0, "position": "-391.00;-244.00", "size": "43;24", "children": [{"name": null, "role": "AXStaticText", "description": "String", "role_description": "text", "value": 0, "position": "-391.00;-244.00", "size": "43;24", "children": []}]}, {"name": null, "role": "AXRow", "description": "Type annotation", "role_description": "row", "value": 0, "position": "-391.00;-244.00", "size": "107;24", "children": [{"name": null, "role": "AXStaticText", "description": "Type annotation", "role_description": "text", "value": 0, "position": "-391.00;-244.00", "size": "107;24", "children": []}]}, {"name": null, "role": "AXRow", "description": "Type parameters", "role_description": "row", "value": 0, "position": "-391.00;-244.00", "size": "111;24", "children": [{"name": null, "role": "AXStaticText", "description": "Type parameters", "role_description": "text", "value": 0, "position": "-391.00;-244.00", "size": "111;24", "children": []}]}]}]}, {"name": null, "role": "AXGroup", "description": "", "role_description": "group", "value": 0, "position": "-391.00;-244.00", "size": "40;34", "children": []}, {"name": null, "role": "AXScrollArea", "description": null, "role_description": "scroll area", "value": 0, "position": "-391.00;-244.00", "size": "679;283", "children": [{"name": null, "role": "AXScrollBar", "description": null, "role_description": "scroll bar", "value": 0, "position": "-391.00;-244.00", "size": "18;281", "children": [{"name": null, "role": "AXButton", "description": "", "role_description": "button", "value": null, "position": "-391.00;-244.00", "size": "18;0", "children": []}, {"name": null, "role": "AXButton", "description": "", "role_description": "button", "value": null, "position": "-391.00;-244.00", "size": "18;0", "children": []}]}, {"name": null, "role": "AXScrollBar", "description": null, "role_description": "scroll bar", "value": 0, "position": "-391.00;-244.00", "size": "0;0", "children": []}, {"name": null, "role": "AXGroup", "description": "", "role_description": "group", "value": 0, "position": "-391.00;-244.00", "size": "0;0", "children": []}, {"name": null, "role": "AXStaticText", "description": "", "role_description": "text", "value": "", "position": "-391.00;-244.00", "size": "0;0", "children": []}, {"name": null, "role": "AXGroup", "description": null, "role_description": "group", "value": 0, "position": "-391.00;-244.00", "size": "11;726", "children": []}, {"name": null, "role": "AXTextArea", "description": "Editor", "role_description": "text entry area", "value": "@decorator(param=1)\ndef f(x):\n    \"\"\"\n    Syntax Highlighting Demo\n    @param x Parameter\n\n    Semantic highlighting:\n    Generated spectrum to pick colors for local variables and parameters:\n     Color#1 SC1.1 SC1.2 SC1.3 SC1.4 Color#2 SC2.1 SC2.2 SC2.3 SC2.4 Color#3\n     Color#3 SC3.1 SC3.2 SC3.3 SC3.4 Color#4 SC4.1 SC4.2 SC4.3 SC4.4 Color#5\n    \"\"\"\n\n    def nested_func(y):\n        print(y + 1)\n\n    s = (\"Test\", 2+3, {'a': 'b'}, f'{x!s:{\"^10\"}}')   # Comment\n    f(s[0].lower())\n    nested_func(42)\n\nclass Foo:\n    tags: List[str]\n\n    def __init__(self: Foo):\n        byte_string: bytes = b'newline:\\n also newline:\\x0a'\n        text_string = u\"Cyrillic Я is \\u042f. Oops: \\u042g\"\n        self.make_sense(whatever=1)\n    \n    def make_sense[T](self, whatever: T):\n        self.sense = whatever\n\nx = len('abc')\ntype my_int< = int\nprint(f.__doc__)", "position": "-391.00;-244.00", "size": "666;726", "children": []}]}, {"name": null, "role": "AXImage", "description": null, "role_description": "image", "value": null, "position": "-391.00;-244.00", "size": "17;6", "children": []}, {"name": null, "role": "AXStaticText", "description": "Scheme:", "role_description": "text", "value": "Scheme:", "position": "-391.00;-244.00", "size": "53;17", "children": []}, {"name": null, "role": "AXPopUpButton", "description": null, "role_description": "pop up button", "value": "Dark Theme default", "position": "-391.00;-244.00", "size": "200;34", "children": [{"name": null, "role": "AXPopUpButton", "description": null, "role_description": "pop up button", "value": null, "position": "-391.00;-244.00", "size": "0;0", "children": []}]}, {"name": null, "role": "AXTextField", "description": null, "role_description": "text field", "value": "", "position": "-391.00;-244.00", "size": "200;34", "children": []}, {"name": null, "role": "AXGroup", "description": "Action Toolbar", "role_description": "group", "value": 0, "position": "-391.00;-244.00", "size": "26;34", "children": [{"name": null, "role": "AXButton", "description": "Show Scheme Actions", "role_description": "button", "value": null, "position": "-391.00;-244.00", "size": "26;24", "children": []}]}, {"name": null, "role": "AXLink", "description": "Change IDE Theme…", "role_description": "link", "value": null, "position": "-391.00;-244.00", "size": "131;17", "children": []}, {"name": null, "role": "AXImage", "description": null, "role_description": "image", "value": null, "position": "-391.00;-244.00", "size": "16;16", "children": []}, {"name": null, "role": "AXStaticText", "description": "", "role_description": "text", "value": "", "position": "-391.00;-244.00", "size": "0;0", "children": []}, {"name": null, "role": "AXScrollArea", "description": null, "role_description": "scroll area", "value": 0, "position": "-391.00;-244.00", "size": "405;238", "children": [{"name": null, "role": "AXScrollBar", "description": null, "role_description": "scroll bar", "value": 0, "position": "-391.00;-244.00", "size": "14;236", "children": []}, {"name": null, "role": "AXScrollBar", "description": null, "role_description": "scroll bar", "value": 0, "position": "-391.00;-244.00", "size": "0;0", "children": []}, {"name": null, "role": "AXOutline", "description": "tree", "role_description": "outline", "value": 0, "position": "-391.00;-244.00", "size": "403;344", "children": [{"name": null, "role": "AXRow", "description": "Brace", "role_description": "row", "value": 0, "position": "-391.00;-244.00", "size": "42;24", "children": [{"name": null, "role": "AXStaticText", "description": "Brace", "role_description": "text", "value": 0, "position": "-391.00;-244.00", "size": "42;24", "children": []}]}, {"name": null, "role": "AXRow", "description": "Bracket", "role_description": "row", "value": 0, "position": "-391.00;-244.00", "size": "54;24", "children": [{"name": null, "role": "AXStaticText", "description": "Bracket", "role_description": "text", "value": 0, "position": "-391.00;-244.00", "size": "54;24", "children": []}]}, {"name": null, "role": "AXRow", "description": "Comma", "role_description": "row", "value": 0, "position": "-391.00;-244.00", "size": "54;24", "children": [{"name": null, "role": "AXStaticText", "description": "Comma", "role_description": "text", "value": 0, "position": "-391.00;-244.00", "size": "54;24", "children": []}]}, {"name": null, "role": "AXRow", "description": "Comment", "role_description": "row", "value": 0, "position": "-391.00;-244.00", "size": "66;24", "children": [{"name": null, "role": "AXStaticText", "description": "Comment", "role_description": "text", "value": 0, "position": "-391.00;-244.00", "size": "66;24", "children": []}]}, {"name": null, "role": "AXRow", "description": "Identifier", "role_description": "row", "value": 0, "position": "-391.00;-244.00", "size": "61;24", "children": [{"name": null, "role": "AXStaticText", "description": "Identifier", "role_description": "text", "value": 0, "position": "-391.00;-244.00", "size": "61;24", "children": []}]}, {"name": null, "role": "AXRow", "description": "Invalid char escape", "role_description": "row", "value": 0, "position": "-391.00;-244.00", "size": "125;24", "children": [{"name": null, "role": "AXStaticText", "description": "Invalid char escape", "role_description": "text", "value": 0, "position": "-391.00;-244.00", "size": "125;24", "children": []}]}, {"name": null, "role": "AXRow", "description": "Pattern", "role_description": "row", "value": 0, "position": "-391.00;-244.00", "size": "52;24", "children": [{"name": null, "role": "AXStaticText", "description": "Pattern", "role_description": "text", "value": 0, "position": "-391.00;-244.00", "size": "52;24", "children": []}]}, {"name": null, "role": "AXRow", "description": "Property key", "role_description": "row", "value": 0, "position": "-391.00;-244.00", "size": "85;24", "children": [{"name": null, "role": "AXStaticText", "description": "Property key", "role_description": "text", "value": 0, "position": "-391.00;-244.00", "size": "85;24", "children": []}]}, {"name": null, "role": "AXRow", "description": "Property value", "role_description": "row", "value": 0, "position": "-391.00;-244.00", "size": "96;24", "children": [{"name": null, "role": "AXStaticText", "description": "Property value", "role_description": "text", "value": 0, "position": "-391.00;-244.00", "size": "96;24", "children": []}]}, {"name": null, "role": "AXRow", "description": "Qualified key part", "role_description": "row", "value": 0, "position": "-391.00;-244.00", "size": "115;24", "children": [{"name": null, "role": "AXStaticText", "description": "Qualified key part", "role_description": "text", "value": 0, "position": "-391.00;-244.00", "size": "115;24", "children": []}]}, {"name": null, "role": "AXRow", "description": "Separator", "role_description": "row", "value": 0, "position": "-391.00;-244.00", "size": "67;24", "children": [{"name": null, "role": "AXStaticText", "description": "Separator", "role_description": "text", "value": 0, "position": "-391.00;-244.00", "size": "67;24", "children": []}]}, {"name": null, "role": "AXRow", "description": "Special symbol", "role_description": "row", "value": 0, "position": "-391.00;-244.00", "size": "99;24", "children": [{"name": null, "role": "AXStaticText", "description": "Special symbol", "role_description": "text", "value": 0, "position": "-391.00;-244.00", "size": "99;24", "children": []}]}, {"name": null, "role": "AXRow", "description": "Valid char escape", "role_description": "row", "value": 0, "position": "-391.00;-244.00", "size": "116;24", "children": [{"name": null, "role": "AXStaticText", "description": "Valid char escape", "role_description": "text", "value": 0, "position": "-391.00;-244.00", "size": "116;24", "children": []}]}]}]}, {"name": null, "role": "AXGroup", "description": "", "role_description": "group", "value": 0, "position": "-391.00;-244.00", "size": "40;34", "children": []}, {"name": null, "role": "AXScrollArea", "description": null, "role_description": "scroll area", "value": 0, "position": "-391.00;-244.00", "size": "679;283", "children": [{"name": null, "role": "AXScrollBar", "description": null, "role_description": "scroll bar", "value": 0, "position": "-391.00;-244.00", "size": "18;281", "children": [{"name": null, "role": "AXButton", "description": "", "role_description": "button", "value": null, "position": "-391.00;-244.00", "size": "18;0", "children": []}, {"name": null, "role": "AXButton", "description": "", "role_description": "button", "value": null, "position": "-391.00;-244.00", "size": "18;0", "children": []}]}, {"name": null, "role": "AXScrollBar", "description": null, "role_description": "scroll bar", "value": 0, "position": "-391.00;-244.00", "size": "0;0", "children": []}, {"name": null, "role": "AXGroup", "description": "", "role_description": "group", "value": 0, "position": "-391.00;-244.00", "size": "0;0", "children": []}, {"name": null, "role": "AXStaticText", "description": "", "role_description": "text", "value": "", "position": "-391.00;-244.00", "size": "0;0", "children": []}, {"name": null, "role": "AXGroup", "description": null, "role_description": "group", "value": 0, "position": "-391.00;-244.00", "size": "11;506", "children": []}, {"name": null, "role": "AXTextArea", "description": "Editor", "role_description": "text entry area", "value": "root = true\n\n# this is a comment\n\nunexpected_symbol\n\n[*.java] ; this is comment, too\nkey = value1, value2:value3\n\n# some special symbols\n[[!abcdef]?{*.kt, *.kts}]\nkey = other-value\n\n# valid escapes\n[\\#\\*\\\\]\n\n# invalid escapes\n[\\JetBrains]\ngreat = true\n\n# .NET keys\ndotnet_naming_rule.my_rule.severity = warning\n", "position": "-391.00;-244.00", "size": "666;506", "children": []}]}, {"name": null, "role": "AXImage", "description": null, "role_description": "image", "value": null, "position": "-391.00;-244.00", "size": "17;6", "children": []}, {"name": null, "role": "AXStaticText", "description": "Scheme:", "role_description": "text", "value": "Scheme:", "position": "-391.00;-244.00", "size": "53;17", "children": []}, {"name": null, "role": "AXPopUpButton", "description": null, "role_description": "pop up button", "value": "Dark Theme default", "position": "-391.00;-244.00", "size": "200;34", "children": [{"name": null, "role": "AXPopUpButton", "description": null, "role_description": "pop up button", "value": null, "position": "-391.00;-244.00", "size": "0;0", "children": []}]}, {"name": null, "role": "AXTextField", "description": null, "role_description": "text field", "value": "", "position": "-391.00;-244.00", "size": "200;34", "children": []}, {"name": null, "role": "AXGroup", "description": "Action Toolbar", "role_description": "group", "value": 0, "position": "-391.00;-244.00", "size": "26;34", "children": [{"name": null, "role": "AXButton", "description": "Show Scheme Actions", "role_description": "button", "value": null, "position": "-391.00;-244.00", "size": "26;24", "children": []}]}, {"name": null, "role": "AXLink", "description": "Change IDE Theme…", "role_description": "link", "value": null, "position": "-391.00;-244.00", "size": "131;17", "children": []}, {"name": null, "role": "AXImage", "description": null, "role_description": "image", "value": null, "position": "-391.00;-244.00", "size": "16;16", "children": []}, {"name": null, "role": "AXStaticText", "description": "", "role_description": "text", "value": "", "position": "-391.00;-244.00", "size": "0;0", "children": []}, {"name": null, "role": "AXScrollArea", "description": null, "role_description": "scroll area", "value": 0, "position": "-391.00;-244.00", "size": "405;238", "children": [{"name": null, "role": "AXScrollBar", "description": null, "role_description": "scroll bar", "value": 0, "position": "-391.00;-244.00", "size": "14;236", "children": []}, {"name": null, "role": "AXScrollBar", "description": null, "role_description": "scroll bar", "value": 0, "position": "-391.00;-244.00", "size": "0;0", "children": []}, {"name": null, "role": "AXOutline", "description": "tree", "role_description": "outline", "value": 0, "position": "-391.00;-244.00", "size": "403;392", "children": [{"name": null, "role": "AXRow", "description": "Attribute name", "role_description": "row", "value": 0, "position": "-391.00;-244.00", "size": "98;24", "children": [{"name": null, "role": "AXStaticText", "description": "Attribute name", "role_description": "text", "value": 0, "position": "-391.00;-244.00", "size": "98;24", "children": []}]}, {"name": null, "role": "AXRow", "description": "Attribute value", "role_description": "row", "value": 0, "position": "-391.00;-244.00", "size": "97;24", "children": [{"name": null, "role": "AXStaticText", "description": "Attribute value", "role_description": "text", "value": 0, "position": "-391.00;-244.00", "size": "97;24", "children": []}]}, {"name": null, "role": "AXRow", "description": "Comment", "role_description": "row", "value": 0, "position": "-391.00;-244.00", "size": "66;24", "children": [{"name": null, "role": "AXStaticText", "description": "Comment", "role_description": "text", "value": 0, "position": "-391.00;-244.00", "size": "66;24", "children": []}]}, {"name": null, "role": "AXRow", "description": "Custom Tag Name", "role_description": "row", "value": 0, "position": "-391.00;-244.00", "size": "121;24", "children": [{"name": null, "role": "AXStaticText", "description": "Custom Tag Name", "role_description": "text", "value": 0, "position": "-391.00;-244.00", "size": "121;24", "children": []}]}, {"name": null, "role": "AXRow", "description": "Entity reference", "role_description": "row", "value": 0, "position": "-391.00;-244.00", "size": "105;24", "children": [{"name": null, "role": "AXStaticText", "description": "Entity reference", "role_description": "text", "value": 0, "position": "-391.00;-244.00", "size": "105;24", "children": []}]}, {"name": null, "role": "AXRow", "description": "HTML code", "role_description": "row", "value": 0, "position": "-391.00;-244.00", "size": "78;24", "children": [{"name": null, "role": "AXStaticText", "description": "HTML code", "role_description": "text", "value": 0, "position": "-391.00;-244.00", "size": "78;24", "children": []}]}, {"name": null, "role": "AXRow", "description": "Injected Language Fragment", "role_description": "row", "value": 0, "position": "-391.00;-244.00", "size": "183;24", "children": [{"name": null, "role": "AXStaticText", "description": "Injected Language Fragment", "role_description": "text", "value": 0, "position": "-391.00;-244.00", "size": "183;24", "children": []}]}, {"name": null, "role": "AXRow", "description": "Tag", "role_description": "row", "value": 0, "position": "-391.00;-244.00", "size": "30;24", "children": [{"name": null, "role": "AXStaticText", "description": "Tag", "role_description": "text", "value": 0, "position": "-391.00;-244.00", "size": "30;24", "children": []}]}, {"name": null, "role": "AXRow", "description": "Tag name", "role_description": "row", "value": 0, "position": "-391.00;-244.00", "size": "68;24", "children": [{"name": null, "role": "AXStaticText", "description": "Tag name", "role_description": "text", "value": 0, "position": "-391.00;-244.00", "size": "68;24", "children": []}]}, {"name": null, "role": "AXRow", "description": "Tag tree (level 1)", "role_description": "row", "value": 0, "position": "-391.00;-244.00", "size": "110;24", "children": [{"name": null, "role": "AXStaticText", "description": "Tag tree (level 1)", "role_description": "text", "value": 0, "position": "-391.00;-244.00", "size": "110;24", "children": []}]}, {"name": null, "role": "AXRow", "description": "Tag tree (level 2)", "role_description": "row", "value": 0, "position": "-391.00;-244.00", "size": "112;24", "children": [{"name": null, "role": "AXStaticText", "description": "Tag tree (level 2)", "role_description": "text", "value": 0, "position": "-391.00;-244.00", "size": "112;24", "children": []}]}, {"name": null, "role": "AXRow", "description": "Tag tree (level 3)", "role_description": "row", "value": 0, "position": "-391.00;-244.00", "size": "112;24", "children": [{"name": null, "role": "AXStaticText", "description": "Tag tree (level 3)", "role_description": "text", "value": 0, "position": "-391.00;-244.00", "size": "112;24", "children": []}]}, {"name": null, "role": "AXRow", "description": "Tag tree (level 4)", "role_description": "row", "value": 0, "position": "-391.00;-244.00", "size": "112;24", "children": [{"name": null, "role": "AXStaticText", "description": "Tag tree (level 4)", "role_description": "text", "value": 0, "position": "-391.00;-244.00", "size": "112;24", "children": []}]}, {"name": null, "role": "AXRow", "description": "Tag tree (level 5)", "role_description": "row", "value": 0, "position": "-391.00;-244.00", "size": "112;24", "children": [{"name": null, "role": "AXStaticText", "description": "Tag tree (level 5)", "role_description": "text", "value": 0, "position": "-391.00;-244.00", "size": "112;24", "children": []}]}, {"name": null, "role": "AXRow", "description": "Tag tree (level 6)", "role_description": "row", "value": 0, "position": "-391.00;-244.00", "size": "112;24", "children": [{"name": null, "role": "AXStaticText", "description": "Tag tree (level 6)", "role_description": "text", "value": 0, "position": "-391.00;-244.00", "size": "112;24", "children": []}]}]}]}, {"name": null, "role": "AXGroup", "description": "", "role_description": "group", "value": 0, "position": "-391.00;-244.00", "size": "40;34", "children": []}, {"name": null, "role": "AXScrollArea", "description": null, "role_description": "scroll area", "value": 0, "position": "-391.00;-244.00", "size": "679;283", "children": [{"name": null, "role": "AXScrollBar", "description": null, "role_description": "scroll bar", "value": 0, "position": "-391.00;-244.00", "size": "18;281", "children": [{"name": null, "role": "AXButton", "description": "", "role_description": "button", "value": null, "position": "-391.00;-244.00", "size": "18;0", "children": []}, {"name": null, "role": "AXButton", "description": "", "role_description": "button", "value": null, "position": "-391.00;-244.00", "size": "18;0", "children": []}]}, {"name": null, "role": "AXScrollBar", "description": null, "role_description": "scroll bar", "value": 0, "position": "-391.00;-244.00", "size": "0;0", "children": []}, {"name": null, "role": "AXGroup", "description": "", "role_description": "group", "value": 0, "position": "-391.00;-244.00", "size": "0;0", "children": []}, {"name": null, "role": "AXStaticText", "description": "", "role_description": "text", "value": "", "position": "-391.00;-244.00", "size": "0;0", "children": []}, {"name": null, "role": "AXGroup", "description": null, "role_description": "group", "value": 0, "position": "-391.00;-244.00", "size": "11;330", "children": []}, {"name": null, "role": "AXTextArea", "description": "Editor", "role_description": "text entry area", "value": "<!DOCTYPE HTML PUBLIC \"-//W3C//DTD HTML 3.2//EN\">\n<!--\n*        Sample comment\n-->\n<HTML>\n<head>\n<title>PyCharm</title>\n</head>\n<body>\n<h1>PyCharm</h1>\n<p><br><b><IMG border=0 height=12 src=\"images/hg.gif\" width=18 >\nWhat is PyCharm? &#x00B7; &Alpha; </b><br><br>\n<custom-tag>hello</custom_tag>\n</body>\n</html>", "position": "-391.00;-244.00", "size": "666;330", "children": []}]}, {"name": null, "role": "AXImage", "description": null, "role_description": "image", "value": null, "position": "-391.00;-244.00", "size": "17;6", "children": []}, {"name": null, "role": "AXStaticText", "description": "Scheme:", "role_description": "text", "value": "Scheme:", "position": "-391.00;-244.00", "size": "53;17", "children": []}, {"name": null, "role": "AXPopUpButton", "description": null, "role_description": "pop up button", "value": "Dark Theme default", "position": "-391.00;-244.00", "size": "200;34", "children": [{"name": null, "role": "AXPopUpButton", "description": null, "role_description": "pop up button", "value": null, "position": "-391.00;-244.00", "size": "0;0", "children": []}]}, {"name": null, "role": "AXTextField", "description": null, "role_description": "text field", "value": "", "position": "-391.00;-244.00", "size": "200;34", "children": []}, {"name": null, "role": "AXGroup", "description": "Action Toolbar", "role_description": "group", "value": 0, "position": "-391.00;-244.00", "size": "26;34", "children": [{"name": null, "role": "AXButton", "description": "Show Scheme Actions", "role_description": "button", "value": null, "position": "-391.00;-244.00", "size": "26;24", "children": []}]}, {"name": null, "role": "AXLink", "description": "Change IDE Theme…", "role_description": "link", "value": null, "position": "-391.00;-244.00", "size": "131;17", "children": []}, {"name": null, "role": "AXImage", "description": null, "role_description": "image", "value": null, "position": "-391.00;-244.00", "size": "16;16", "children": []}, {"name": null, "role": "AXStaticText", "description": "", "role_description": "text", "value": "", "position": "-391.00;-244.00", "size": "0;0", "children": []}, {"name": null, "role": "AXScrollArea", "description": null, "role_description": "scroll area", "value": 0, "position": "-391.00;-244.00", "size": "405;238", "children": [{"name": null, "role": "AXScrollBar", "description": null, "role_description": "scroll bar", "value": 0, "position": "-391.00;-244.00", "size": "14;236", "children": []}, {"name": null, "role": "AXScrollBar", "description": null, "role_description": "scroll bar", "value": 0, "position": "-391.00;-244.00", "size": "0;0", "children": []}, {"name": null, "role": "AXOutline", "description": "tree", "role_description": "outline", "value": 0, "position": "-391.00;-244.00", "size": "403;368", "children": [{"name": null, "role": "AXRow", "description": "Block comment", "role_description": "row", "value": 0, "position": "-391.00;-244.00", "size": "101;24", "children": [{"name": null, "role": "AXStaticText", "description": "Block comment", "role_description": "text", "value": 0, "position": "-391.00;-244.00", "size": "101;24", "children": []}]}, {"name": null, "role": "AXRow", "description": "Braces", "role_description": "row", "value": 0, "position": "-391.00;-244.00", "size": "49;24", "children": [{"name": null, "role": "AXStaticText", "description": "Braces", "role_description": "text", "value": 0, "position": "-391.00;-244.00", "size": "49;24", "children": []}]}, {"name": null, "role": "AXRow", "description": "Brackets", "role_description": "row", "value": 0, "position": "-391.00;-244.00", "size": "61;24", "children": [{"name": null, "role": "AXStaticText", "description": "Brackets", "role_description": "text", "value": 0, "position": "-391.00;-244.00", "size": "61;24", "children": []}]}, {"name": null, "role": "AXRow", "description": "Colon", "role_description": "row", "value": 0, "position": "-391.00;-244.00", "size": "42;24", "children": [{"name": null, "role": "AXStaticText", "description": "Colon", "role_description": "text", "value": 0, "position": "-391.00;-244.00", "size": "42;24", "children": []}]}, {"name": null, "role": "AXRow", "description": "Comma", "role_description": "row", "value": 0, "position": "-391.00;-244.00", "size": "54;24", "children": [{"name": null, "role": "AXStaticText", "description": "Comma", "role_description": "text", "value": 0, "position": "-391.00;-244.00", "size": "54;24", "children": []}]}, {"name": null, "role": "AXRow", "description": "Invalid escape sequence", "role_description": "row", "value": 0, "position": "-391.00;-244.00", "size": "158;24", "children": [{"name": null, "role": "AXStaticText", "description": "Invalid escape sequence", "role_description": "text", "value": 0, "position": "-391.00;-244.00", "size": "158;24", "children": []}]}, {"name": null, "role": "AXRow", "description": "Keyword", "role_description": "row", "value": 0, "position": "-391.00;-244.00", "size": "61;24", "children": [{"name": null, "role": "AXStaticText", "description": "Keyword", "role_description": "text", "value": 0, "position": "-391.00;-244.00", "size": "61;24", "children": []}]}, {"name": null, "role": "AXRow", "description": "Line comment", "role_description": "row", "value": 0, "position": "-391.00;-244.00", "size": "93;24", "children": [{"name": null, "role": "AXStaticText", "description": "Line comment", "role_description": "text", "value": 0, "position": "-391.00;-244.00", "size": "93;24", "children": []}]}, {"name": null, "role": "AXRow", "description": "Number", "role_description": "row", "value": 0, "position": "-391.00;-244.00", "size": "56;24", "children": [{"name": null, "role": "AXStaticText", "description": "Number", "role_description": "text", "value": 0, "position": "-391.00;-244.00", "size": "56;24", "children": []}]}, {"name": null, "role": "AXRow", "description": "Parameter", "role_description": "row", "value": 0, "position": "-391.00;-244.00", "size": "70;24", "children": [{"name": null, "role": "AXStaticText", "description": "Parameter", "role_description": "text", "value": 0, "position": "-391.00;-244.00", "size": "70;24", "children": []}]}, {"name": null, "role": "AXRow", "description": "Property key", "role_description": "row", "value": 0, "position": "-391.00;-244.00", "size": "85;24", "children": [{"name": null, "role": "AXStaticText", "description": "Property key", "role_description": "text", "value": 0, "position": "-391.00;-244.00", "size": "85;24", "children": []}]}, {"name": null, "role": "AXRow", "description": "Semantic highlighting", "role_description": "row", "value": 0, "position": "-391.00;-244.00", "size": "139;24", "children": [{"name": null, "role": "AXStaticText", "description": "Semantic highlighting", "role_description": "text", "value": 0, "position": "-391.00;-244.00", "size": "139;24", "children": []}]}, {"name": null, "role": "AXRow", "description": "String", "role_description": "row", "value": 0, "position": "-391.00;-244.00", "size": "43;24", "children": [{"name": null, "role": "AXStaticText", "description": "String", "role_description": "text", "value": 0, "position": "-391.00;-244.00", "size": "43;24", "children": []}]}, {"name": null, "role": "AXRow", "description": "Valid escape sequence", "role_description": "row", "value": 0, "position": "-391.00;-244.00", "size": "148;24", "children": [{"name": null, "role": "AXStaticText", "description": "Valid escape sequence", "role_description": "text", "value": 0, "position": "-391.00;-244.00", "size": "148;24", "children": []}]}]}]}, {"name": null, "role": "AXGroup", "description": "", "role_description": "group", "value": 0, "position": "-391.00;-244.00", "size": "40;34", "children": []}, {"name": null, "role": "AXScrollArea", "description": null, "role_description": "scroll area", "value": 0, "position": "-391.00;-244.00", "size": "679;283", "children": [{"name": null, "role": "AXScrollBar", "description": null, "role_description": "scroll bar", "value": 0, "position": "-391.00;-244.00", "size": "18;281", "children": [{"name": null, "role": "AXButton", "description": "", "role_description": "button", "value": null, "position": "-391.00;-244.00", "size": "18;0", "children": []}, {"name": null, "role": "AXButton", "description": "", "role_description": "button", "value": null, "position": "-391.00;-244.00", "size": "18;0", "children": []}]}, {"name": null, "role": "AXScrollBar", "description": null, "role_description": "scroll bar", "value": 0, "position": "-391.00;-244.00", "size": "0;0", "children": []}, {"name": null, "role": "AXGroup", "description": "", "role_description": "group", "value": 0, "position": "-391.00;-244.00", "size": "0;0", "children": []}, {"name": null, "role": "AXStaticText", "description": "", "role_description": "text", "value": "", "position": "-391.00;-244.00", "size": "0;0", "children": []}, {"name": null, "role": "AXGroup", "description": null, "role_description": "group", "value": 0, "position": "-391.00;-244.00", "size": "11;330", "children": []}, {"name": null, "role": "AXTextArea", "description": "Editor", "role_description": "text entry area", "value": "{\n  // Line comments are not included in standard but nonetheless allowed.\n  /* As well as block comments. */\n  \"the only keywords are\": [true, false, null],\n  \"strings with\": {\n    \"no escapes\": \"pseudopolinomiality\"\n    \"valid escapes\": \"C-style\\r\\n and unicode\\u0021\",\n    \"illegal escapes\": \"\\0377\\x\\\"\n  },\n  \"some numbers\": [\n    42,\n    -0.0e-0,\n    6.626e-34\n  ] \n}", "position": "-391.00;-244.00", "size": "666;330", "children": []}]}, {"name": null, "role": "AXImage", "description": null, "role_description": "image", "value": null, "position": "-391.00;-244.00", "size": "17;6", "children": []}, {"name": null, "role": "AXStaticText", "description": "Scheme:", "role_description": "text", "value": "Scheme:", "position": "-391.00;-244.00", "size": "53;17", "children": []}, {"name": null, "role": "AXPopUpButton", "description": null, "role_description": "pop up button", "value": "Dark Theme default", "position": "-391.00;-244.00", "size": "200;34", "children": [{"name": null, "role": "AXPopUpButton", "description": null, "role_description": "pop up button", "value": null, "position": "-391.00;-244.00", "size": "0;0", "children": []}]}, {"name": null, "role": "AXTextField", "description": null, "role_description": "text field", "value": "", "position": "-391.00;-244.00", "size": "200;34", "children": []}, {"name": null, "role": "AXGroup", "description": "Action Toolbar", "role_description": "group", "value": 0, "position": "-391.00;-244.00", "size": "26;34", "children": [{"name": null, "role": "AXButton", "description": "Show Scheme Actions", "role_description": "button", "value": null, "position": "-391.00;-244.00", "size": "26;24", "children": []}]}, {"name": null, "role": "AXLink", "description": "Change IDE Theme…", "role_description": "link", "value": null, "position": "-391.00;-244.00", "size": "131;17", "children": []}, {"name": null, "role": "AXImage", "description": null, "role_description": "image", "value": null, "position": "-391.00;-244.00", "size": "16;16", "children": []}, {"name": null, "role": "AXStaticText", "description": "", "role_description": "text", "value": "", "position": "-391.00;-244.00", "size": "0;0", "children": []}, {"name": null, "role": "AXScrollArea", "description": null, "role_description": "scroll area", "value": 0, "position": "-391.00;-244.00", "size": "405;238", "children": [{"name": null, "role": "AXScrollBar", "description": null, "role_description": "scroll bar", "value": 0, "position": "-391.00;-244.00", "size": "14;236", "children": []}, {"name": null, "role": "AXScrollBar", "description": null, "role_description": "scroll bar", "value": 0, "position": "-391.00;-244.00", "size": "0;0", "children": []}, {"name": null, "role": "AXOutline", "description": "tree", "role_description": "outline", "value": 0, "position": "-391.00;-244.00", "size": "403;296", "children": [{"name": null, "role": "AXRow", "description": "Blockquote", "role_description": "row", "value": 0, "position": "-391.00;-244.00", "size": "76;24", "children": [{"name": null, "role": "AXStaticText", "description": "Blockquote", "role_description": "text", "value": 0, "position": "-391.00;-244.00", "size": "76;24", "children": []}]}, {"name": null, "role": "AXRow", "description": "Code", "role_description": "row", "value": 0, "position": "-391.00;-244.00", "size": "39;24", "children": [{"name": null, "role": "AXStaticText", "description": "Code", "role_description": "text", "value": 0, "position": "-391.00;-244.00", "size": "39;24", "children": []}]}, {"name": null, "role": "AXRow", "description": "Definition list", "role_description": "row", "value": 0, "position": "-391.00;-244.00", "size": "86;24", "children": [{"name": null, "role": "AXStaticText", "description": "Definition list", "role_description": "text", "value": 0, "position": "-391.00;-244.00", "size": "86;24", "children": []}]}, {"name": null, "role": "AXRow", "description": "Header", "role_description": "row", "value": 0, "position": "-391.00;-244.00", "size": "52;24", "children": [{"name": null, "role": "AXStaticText", "description": "Header", "role_description": "text", "value": 0, "position": "-391.00;-244.00", "size": "52;24", "children": []}]}, {"name": null, "role": "AXRow", "description": "Horizontal rule", "role_description": "row", "value": 0, "position": "-391.00;-244.00", "size": "96;24", "children": [{"name": null, "role": "AXStaticText", "description": "Horizontal rule", "role_description": "text", "value": 0, "position": "-391.00;-244.00", "size": "96;24", "children": []}]}, {"name": null, "role": "AXRow", "description": "HTML", "role_description": "row", "value": 0, "position": "-391.00;-244.00", "size": "43;24", "children": [{"name": null, "role": "AXStaticText", "description": "HTML", "role_description": "text", "value": 0, "position": "-391.00;-244.00", "size": "43;24", "children": []}]}, {"name": null, "role": "AXRow", "description": "Links", "role_description": "row", "value": 0, "position": "-391.00;-244.00", "size": "38;24", "children": [{"name": null, "role": "AXStaticText", "description": "Links", "role_description": "text", "value": 0, "position": "-391.00;-244.00", "size": "38;24", "children": []}]}, {"name": null, "role": "AXRow", "description": "Lists", "role_description": "row", "value": 0, "position": "-391.00;-244.00", "size": "35;24", "children": [{"name": null, "role": "AXStaticText", "description": "Lists", "role_description": "text", "value": 0, "position": "-391.00;-244.00", "size": "35;24", "children": []}]}, {"name": null, "role": "AXRow", "description": "Style", "role_description": "row", "value": 0, "position": "-391.00;-244.00", "size": "37;24", "children": [{"name": null, "role": "AXStaticText", "description": "Style", "role_description": "text", "value": 0, "position": "-391.00;-244.00", "size": "37;24", "children": []}]}, {"name": null, "role": "AXRow", "description": "Table separator", "role_description": "row", "value": 0, "position": "-391.00;-244.00", "size": "104;24", "children": [{"name": null, "role": "AXStaticText", "description": "Table separator", "role_description": "text", "value": 0, "position": "-391.00;-244.00", "size": "104;24", "children": []}]}, {"name": null, "role": "No role", "description": "", "role_description": "", "value": null, "position": "", "size": "", "children": []}]}]}, {"name": null, "role": "AXGroup", "description": "", "role_description": "group", "value": 0, "position": "-391.00;-244.00", "size": "40;34", "children": []}, {"name": null, "role": "AXScrollArea", "description": null, "role_description": "scroll area", "value": 0, "position": "-391.00;-244.00", "size": "679;283", "children": [{"name": null, "role": "AXScrollBar", "description": null, "role_description": "scroll bar", "value": 0, "position": "-391.00;-244.00", "size": "18;281", "children": [{"name": null, "role": "AXButton", "description": "", "role_description": "button", "value": null, "position": "-391.00;-244.00", "size": "18;0", "children": []}, {"name": null, "role": "AXButton", "description": "", "role_description": "button", "value": null, "position": "-391.00;-244.00", "size": "18;0", "children": []}]}, {"name": null, "role": "AXScrollBar", "description": null, "role_description": "scroll bar", "value": 0, "position": "-391.00;-244.00", "size": "0;0", "children": []}, {"name": null, "role": "AXGroup", "description": "", "role_description": "group", "value": 0, "position": "-391.00;-244.00", "size": "0;0", "children": []}, {"name": null, "role": "AXStaticText", "description": "", "role_description": "text", "value": "", "position": "-391.00;-244.00", "size": "0;0", "children": []}, {"name": null, "role": "AXGroup", "description": null, "role_description": "group", "value": 0, "position": "-391.00;-244.00", "size": "11;3740", "children": []}, {"name": null, "role": "AXTextArea", "description": "Editor", "role_description": "text entry area", "value": "Test Markdown document\n======================\n\nText\n----\n\nHere is a paragraph with bold text. **This is some bold text.** Here is a\nparagraph with bold text. __This is also some bold text.__\n\nHere is another one with italic text. *This is some italic text.* Here is\nanother one with italic text. _This is some italic text._\n\nHere is another one with struckout text. ~~This is some struckout text.~~\n\n\nLinks\n-----\n\nAutolink: <http://example.com>\n\nLink: [Example](http://example.com)\n\nReference style [link][1].\n\n[1]: http://example.com  \"Example\"\n\n\nImages\n------\n\nImage: ![My image](http://www.foo.bar/image.png)\n\nHeaders\n-------\n\n# First level title\n## Second level title\n### Third level title\n#### Fourth level title\n##### Fifth level title\n###### Sixth level title\n\n### Title with [link](http://localhost)\n### Title with !(http://localhost)\n\nCode\n----\n\n```\nThis\n  is\n    code\n      fence\n```\n\nInline `code span in a` paragraph.\n\nThis is a code block:\n\n    /**\n     * Sorts the specified array into ascending numerical order.\n     *\n     * <p>Implementation note: The sorting algorithm is a Dual-Pivot Quicksort\n     * by Vladimir Yaroslavskiy, Jon Bentley, and Joshua Bloch. This algorithm\n     * offers O(n log(n)) performance on many data sets that cause other\n     * quicksorts to degrade to quadratic performance, and is typically\n     * faster than traditional (one-pivot) Quicksort implementations.\n     *\n     * @param a the array to be sorted\n     */\n    public static void sort(byte[] a) {\n        DualPivotQuicksort.sort(a);\n    }\n\nQuotes\n------\n\n> This is the first level of quoting.\n>\n> > This is nested blockquote.\n>\n> Back to the first level.\n\n\n> A list within a blockquote:\n>\n> *\tasterisk 1\n> *\tasterisk 2\n> *\tasterisk 3\n\n\n> Formatting within a blockquote:\n>\n> ### header\n> Link: [Example](http://example.com)\n\n\n\nHtml\n-------\n\nThis is inline <span>html</html>.\nAnd this is an html block.\n\n<table>\n  <tr>\n    <th>Column 1</th>\n    <th>Column 2</th>\n  </tr>\n  <tr>\n    <td>Row 1 Cell 1</td>\n    <td>Row 1 Cell 2</td>\n  </tr>\n  <tr>\n    <td>Row 2 Cell 1</td>\n    <td>Row 2 Cell 2</td>\n  </tr>\n</table>\n\nHorizontal rules\n----------------\n\n---\n\n___\n\n\n***\n\n\nLists\n-----\n\nUnordered list:\n\n*\tasterisk 1\n*\tasterisk 2\n*\tasterisk 3\n\n\nOrdered list:\n\n1.\tFirst\n2.\tSecond\n3.\tThird\n\n\nMixed:\n\n1. First\n2. Second:\n\t* Fee\n\t* Fie\n\t* Foe\n3. Third\n\n\n\nDefinition list:\n\nSome term\n: First definition\n: Second definition\n\n\nTables:\n\n| Header 1 | Header 2 |\n| -------- | -------- |\n| Data 1   | Data 2   |", "position": "-391.00;-244.00", "size": "666;3740", "children": []}]}, {"name": null, "role": "AXImage", "description": null, "role_description": "image", "value": null, "position": "-391.00;-244.00", "size": "17;6", "children": []}, {"name": null, "role": "AXStaticText", "description": "Scheme:", "role_description": "text", "value": "Scheme:", "position": "-391.00;-244.00", "size": "53;17", "children": []}, {"name": null, "role": "AXPopUpButton", "description": null, "role_description": "pop up button", "value": "Dark Theme default", "position": "-391.00;-244.00", "size": "200;34", "children": [{"name": null, "role": "AXPopUpButton", "description": null, "role_description": "pop up button", "value": null, "position": "-391.00;-244.00", "size": "0;0", "children": []}]}, {"name": null, "role": "AXTextField", "description": null, "role_description": "text field", "value": "", "position": "-391.00;-244.00", "size": "200;34", "children": []}, {"name": null, "role": "AXGroup", "description": "Action Toolbar", "role_description": "group", "value": 0, "position": "-391.00;-244.00", "size": "26;34", "children": [{"name": null, "role": "AXButton", "description": "Show Scheme Actions", "role_description": "button", "value": null, "position": "-391.00;-244.00", "size": "26;24", "children": []}]}, {"name": null, "role": "AXLink", "description": "Change IDE Theme…", "role_description": "link", "value": null, "position": "-391.00;-244.00", "size": "131;17", "children": []}, {"name": null, "role": "AXImage", "description": null, "role_description": "image", "value": null, "position": "-391.00;-244.00", "size": "16;16", "children": []}, {"name": null, "role": "AXStaticText", "description": "", "role_description": "text", "value": "", "position": "-391.00;-244.00", "size": "0;0", "children": []}, {"name": null, "role": "AXScrollArea", "description": null, "role_description": "scroll area", "value": 0, "position": "-391.00;-244.00", "size": "405;238", "children": [{"name": null, "role": "AXOutline", "description": "tree", "role_description": "outline", "value": 0, "position": "-391.00;-244.00", "size": "403;236", "children": [{"name": null, "role": "AXRow", "description": "Comment", "role_description": "row", "value": 0, "position": "-391.00;-244.00", "size": "66;24", "children": [{"name": null, "role": "AXStaticText", "description": "Comment", "role_description": "text", "value": 0, "position": "-391.00;-244.00", "size": "66;24", "children": []}]}, {"name": null, "role": "AXRow", "description": "Invalid unicode code points", "role_description": "row", "value": 0, "position": "-391.00;-244.00", "size": "175;24", "children": [{"name": null, "role": "AXStaticText", "description": "Invalid unicode code points", "role_description": "text", "value": 0, "position": "-391.00;-244.00", "size": "175;24", "children": []}]}, {"name": null, "role": "AXRow", "description": "Key/value separator", "role_description": "row", "value": 0, "position": "-391.00;-244.00", "size": "130;24", "children": [{"name": null, "role": "AXStaticText", "description": "Key/value separator", "role_description": "text", "value": 0, "position": "-391.00;-244.00", "size": "130;24", "children": []}]}, {"name": null, "role": "AXRow", "description": "Property key", "role_description": "row", "value": 0, "position": "-391.00;-244.00", "size": "85;24", "children": [{"name": null, "role": "AXStaticText", "description": "Property key", "role_description": "text", "value": 0, "position": "-391.00;-244.00", "size": "85;24", "children": []}]}, {"name": null, "role": "AXRow", "description": "Property value", "role_description": "row", "value": 0, "position": "-391.00;-244.00", "size": "96;24", "children": [{"name": null, "role": "AXStaticText", "description": "Property value", "role_description": "text", "value": 0, "position": "-391.00;-244.00", "size": "96;24", "children": []}]}, {"name": null, "role": "AXRow", "description": "Valid string escape", "role_description": "row", "value": 0, "position": "-391.00;-244.00", "size": "124;24", "children": [{"name": null, "role": "AXStaticText", "description": "Valid string escape", "role_description": "text", "value": 0, "position": "-391.00;-244.00", "size": "124;24", "children": []}]}]}, {"name": null, "role": "AXScrollBar", "description": null, "role_description": "scroll bar", "value": 0, "position": "-391.00;-244.00", "size": "0;0", "children": []}, {"name": null, "role": "AXScrollBar", "description": null, "role_description": "scroll bar", "value": 0, "position": "-391.00;-244.00", "size": "0;0", "children": []}]}, {"name": null, "role": "AXGroup", "description": "", "role_description": "group", "value": 0, "position": "-391.00;-244.00", "size": "40;34", "children": []}, {"name": null, "role": "AXScrollArea", "description": null, "role_description": "scroll area", "value": 0, "position": "-391.00;-244.00", "size": "679;283", "children": [{"name": null, "role": "AXScrollBar", "description": null, "role_description": "scroll bar", "value": 0, "position": "-391.00;-244.00", "size": "18;281", "children": [{"name": null, "role": "AXButton", "description": "", "role_description": "button", "value": null, "position": "-391.00;-244.00", "size": "18;0", "children": []}, {"name": null, "role": "AXButton", "description": "", "role_description": "button", "value": null, "position": "-391.00;-244.00", "size": "18;0", "children": []}]}, {"name": null, "role": "AXScrollBar", "description": null, "role_description": "scroll bar", "value": 0, "position": "-391.00;-244.00", "size": "0;0", "children": []}, {"name": null, "role": "AXGroup", "description": "", "role_description": "group", "value": 0, "position": "-391.00;-244.00", "size": "0;0", "children": []}, {"name": null, "role": "AXStaticText", "description": "", "role_description": "text", "value": "", "position": "-391.00;-244.00", "size": "0;0", "children": []}, {"name": null, "role": "AXGroup", "description": null, "role_description": "group", "value": 0, "position": "-391.00;-244.00", "size": "11;281", "children": []}, {"name": null, "role": "AXTextArea", "description": "Editor", "role_description": "text entry area", "value": "# This comment starts with '#'\ngreetings=Hello\n! This comment starts with '!'\nwhat\\=to\\=greet : \\'W\\o\\rld\\',\\tUniverse\\n\\uXXXX\n", "position": "-391.00;-244.00", "size": "666;281", "children": []}]}, {"name": null, "role": "AXImage", "description": null, "role_description": "image", "value": null, "position": "-391.00;-244.00", "size": "17;6", "children": []}, {"name": null, "role": "AXStaticText", "description": "Scheme:", "role_description": "text", "value": "Scheme:", "position": "-391.00;-244.00", "size": "53;17", "children": []}, {"name": null, "role": "AXPopUpButton", "description": null, "role_description": "pop up button", "value": "Dark Theme default", "position": "-391.00;-244.00", "size": "200;34", "children": [{"name": null, "role": "AXPopUpButton", "description": null, "role_description": "pop up button", "value": null, "position": "-391.00;-244.00", "size": "0;0", "children": []}]}, {"name": null, "role": "AXTextField", "description": null, "role_description": "text field", "value": "", "position": "-391.00;-244.00", "size": "200;34", "children": []}, {"name": null, "role": "AXGroup", "description": "Action Toolbar", "role_description": "group", "value": 0, "position": "-391.00;-244.00", "size": "26;34", "children": [{"name": null, "role": "AXButton", "description": "Show Scheme Actions", "role_description": "button", "value": null, "position": "-391.00;-244.00", "size": "26;24", "children": []}]}, {"name": null, "role": "AXLink", "description": "Change IDE Theme…", "role_description": "link", "value": null, "position": "-391.00;-244.00", "size": "131;17", "children": []}, {"name": null, "role": "AXImage", "description": null, "role_description": "image", "value": null, "position": "-391.00;-244.00", "size": "16;16", "children": []}, {"name": null, "role": "AXStaticText", "description": "", "role_description": "text", "value": "", "position": "-391.00;-244.00", "size": "0;0", "children": []}, {"name": null, "role": "AXScrollArea", "description": null, "role_description": "scroll area", "value": 0, "position": "-391.00;-244.00", "size": "405;238", "children": [{"name": null, "role": "AXScrollBar", "description": null, "role_description": "scroll bar", "value": 0, "position": "-391.00;-244.00", "size": "14;236", "children": []}, {"name": null, "role": "AXScrollBar", "description": null, "role_description": "scroll bar", "value": 0, "position": "-391.00;-244.00", "size": "0;0", "children": []}, {"name": null, "role": "AXOutline", "description": "tree", "role_description": "outline", "value": 0, "position": "-391.00;-244.00", "size": "403;464", "children": [{"name": null, "role": "AXRow", "description": "Bad character", "role_description": "row", "value": 0, "position": "-391.00;-244.00", "size": "93;24", "children": [{"name": null, "role": "AXStaticText", "description": "Bad character", "role_description": "text", "value": 0, "position": "-391.00;-244.00", "size": "93;24", "children": []}]}, {"name": null, "role": "AXRow", "description": "Brace", "role_description": "row", "value": 0, "position": "-391.00;-244.00", "size": "42;24", "children": [{"name": null, "role": "AXStaticText", "description": "Brace", "role_description": "text", "value": 0, "position": "-391.00;-244.00", "size": "42;24", "children": []}]}, {"name": null, "role": "AXRow", "description": "Bracket", "role_description": "row", "value": 0, "position": "-391.00;-244.00", "size": "54;24", "children": [{"name": null, "role": "AXStaticText", "description": "Bracket", "role_description": "text", "value": 0, "position": "-391.00;-244.00", "size": "54;24", "children": []}]}, {"name": null, "role": "AXRow", "description": "Character class", "role_description": "row", "value": 0, "position": "-391.00;-244.00", "size": "102;24", "children": [{"name": null, "role": "AXStaticText", "description": "Character class", "role_description": "text", "value": 0, "position": "-391.00;-244.00", "size": "102;24", "children": []}]}, {"name": null, "role": "AXRow", "description": "Comma", "role_description": "row", "value": 0, "position": "-391.00;-244.00", "size": "54;24", "children": [{"name": null, "role": "AXStaticText", "description": "Comma", "role_description": "text", "value": 0, "position": "-391.00;-244.00", "size": "54;24", "children": []}]}, {"name": null, "role": "AXRow", "description": "Comment", "role_description": "row", "value": 0, "position": "-391.00;-244.00", "size": "66;24", "children": [{"name": null, "role": "AXStaticText", "description": "Comment", "role_description": "text", "value": 0, "position": "-391.00;-244.00", "size": "66;24", "children": []}]}, {"name": null, "role": "AXRow", "description": "Dot", "role_description": "row", "value": 0, "position": "-391.00;-244.00", "size": "28;24", "children": [{"name": null, "role": "AXStaticText", "description": "Dot", "role_description": "text", "value": 0, "position": "-391.00;-244.00", "size": "28;24", "children": []}]}, {"name": null, "role": "AXRow", "description": "Escaped character", "role_description": "row", "value": 0, "position": "-391.00;-244.00", "size": "122;24", "children": [{"name": null, "role": "AXStaticText", "description": "Escaped character", "role_description": "text", "value": 0, "position": "-391.00;-244.00", "size": "122;24", "children": []}]}, {"name": null, "role": "AXRow", "description": "Inline option", "role_description": "row", "value": 0, "position": "-391.00;-244.00", "size": "81;24", "children": [{"name": null, "role": "AXStaticText", "description": "Inline option", "role_description": "text", "value": 0, "position": "-391.00;-244.00", "size": "81;24", "children": []}]}, {"name": null, "role": "AXRow", "description": "Invalid escape sequence", "role_description": "row", "value": 0, "position": "-391.00;-244.00", "size": "158;24", "children": [{"name": null, "role": "AXStaticText", "description": "Invalid escape sequence", "role_description": "text", "value": 0, "position": "-391.00;-244.00", "size": "158;24", "children": []}]}, {"name": null, "role": "AXRow", "description": "Matched groups", "role_description": "row", "value": 0, "position": "-391.00;-244.00", "size": "107;24", "children": [{"name": null, "role": "AXStaticText", "description": "Matched groups", "role_description": "text", "value": 0, "position": "-391.00;-244.00", "size": "107;24", "children": []}]}, {"name": null, "role": "AXRow", "description": "Name", "role_description": "row", "value": 0, "position": "-391.00;-244.00", "size": "42;24", "children": [{"name": null, "role": "AXStaticText", "description": "Name", "role_description": "text", "value": 0, "position": "-391.00;-244.00", "size": "42;24", "children": []}]}, {"name": null, "role": "AXRow", "description": "Operator character", "role_description": "row", "value": 0, "position": "-391.00;-244.00", "size": "124;24", "children": [{"name": null, "role": "AXStaticText", "description": "Operator character", "role_description": "text", "value": 0, "position": "-391.00;-244.00", "size": "124;24", "children": []}]}, {"name": null, "role": "AXRow", "description": "Parenthesis", "role_description": "row", "value": 0, "position": "-391.00;-244.00", "size": "79;24", "children": [{"name": null, "role": "AXStaticText", "description": "Parenthesis", "role_description": "text", "value": 0, "position": "-391.00;-244.00", "size": "79;24", "children": []}]}, {"name": null, "role": "AXRow", "description": "Plain character", "role_description": "row", "value": 0, "position": "-391.00;-244.00", "size": "98;24", "children": [{"name": null, "role": "AXStaticText", "description": "Plain character", "role_description": "text", "value": 0, "position": "-391.00;-244.00", "size": "98;24", "children": []}]}, {"name": null, "role": "AXRow", "description": "Quantifier", "role_description": "row", "value": 0, "position": "-391.00;-244.00", "size": "67;24", "children": [{"name": null, "role": "AXStaticText", "description": "Quantifier", "role_description": "text", "value": 0, "position": "-391.00;-244.00", "size": "67;24", "children": []}]}, {"name": null, "role": "AXRow", "description": "Quote escape", "role_description": "row", "value": 0, "position": "-391.00;-244.00", "size": "92;24", "children": [{"name": null, "role": "AXStaticText", "description": "Quote escape", "role_description": "text", "value": 0, "position": "-391.00;-244.00", "size": "92;24", "children": []}]}, {"name": null, "role": "AXRow", "description": "Redundant escape sequence", "role_description": "row", "value": 0, "position": "-391.00;-244.00", "size": "185;24", "children": [{"name": null, "role": "AXStaticText", "description": "Redundant escape sequence", "role_description": "text", "value": 0, "position": "-391.00;-244.00", "size": "185;24", "children": []}]}]}]}, {"name": null, "role": "AXGroup", "description": "", "role_description": "group", "value": 0, "position": "-391.00;-244.00", "size": "40;34", "children": []}, {"name": null, "role": "AXScrollArea", "description": null, "role_description": "scroll area", "value": 0, "position": "-391.00;-244.00", "size": "679;283", "children": [{"name": null, "role": "AXScrollBar", "description": null, "role_description": "scroll bar", "value": 0, "position": "-391.00;-244.00", "size": "18;281", "children": [{"name": null, "role": "AXButton", "description": "", "role_description": "button", "value": null, "position": "-391.00;-244.00", "size": "18;0", "children": []}, {"name": null, "role": "AXButton", "description": "", "role_description": "button", "value": null, "position": "-391.00;-244.00", "size": "18;0", "children": []}]}, {"name": null, "role": "AXScrollBar", "description": null, "role_description": "scroll bar", "value": 0, "position": "-391.00;-244.00", "size": "0;0", "children": []}, {"name": null, "role": "AXGroup", "description": "", "role_description": "group", "value": 0, "position": "-391.00;-244.00", "size": "0;0", "children": []}, {"name": null, "role": "AXStaticText", "description": "", "role_description": "text", "value": "", "position": "-391.00;-244.00", "size": "0;0", "children": []}, {"name": null, "role": "AXGroup", "description": null, "role_description": "group", "value": 0, "position": "-391.00;-244.00", "size": "11;281", "children": []}, {"name": null, "role": "AXTextArea", "description": "Editor", "role_description": "text entry area", "value": "^[\\w\\.-]+@([\\w\\-]+|\\.)+[A-Z0-9]{2,4}(?x)\n\\x0g\\#\\p{Alpha}\\1(?#comment)\n.*\\Q...\\E$# end-of-line comment", "position": "-391.00;-244.00", "size": "666;281", "children": []}]}, {"name": null, "role": "AXImage", "description": null, "role_description": "image", "value": null, "position": "-391.00;-244.00", "size": "17;6", "children": []}, {"name": null, "role": "AXStaticText", "description": "Scheme:", "role_description": "text", "value": "Scheme:", "position": "-391.00;-244.00", "size": "53;17", "children": []}, {"name": null, "role": "AXPopUpButton", "description": null, "role_description": "pop up button", "value": "Dark Theme default", "position": "-391.00;-244.00", "size": "200;34", "children": [{"name": null, "role": "AXPopUpButton", "description": null, "role_description": "pop up button", "value": null, "position": "-391.00;-244.00", "size": "0;0", "children": []}]}, {"name": null, "role": "AXTextField", "description": null, "role_description": "text field", "value": "", "position": "-391.00;-244.00", "size": "200;34", "children": []}, {"name": null, "role": "AXGroup", "description": "Action Toolbar", "role_description": "group", "value": 0, "position": "-391.00;-244.00", "size": "26;34", "children": [{"name": null, "role": "AXButton", "description": "Show Scheme Actions", "role_description": "button", "value": null, "position": "-391.00;-244.00", "size": "26;24", "children": []}]}, {"name": null, "role": "AXLink", "description": "Change IDE Theme…", "role_description": "link", "value": null, "position": "-391.00;-244.00", "size": "131;17", "children": []}, {"name": null, "role": "AXImage", "description": null, "role_description": "image", "value": null, "position": "-391.00;-244.00", "size": "16;16", "children": []}, {"name": null, "role": "AXStaticText", "description": "", "role_description": "text", "value": "", "position": "-391.00;-244.00", "size": "0;0", "children": []}, {"name": null, "role": "AXScrollArea", "description": null, "role_description": "scroll area", "value": 0, "position": "-391.00;-244.00", "size": "405;238", "children": [{"name": null, "role": "AXScrollBar", "description": null, "role_description": "scroll bar", "value": 0, "position": "-391.00;-244.00", "size": "14;236", "children": []}, {"name": null, "role": "AXScrollBar", "description": null, "role_description": "scroll bar", "value": 0, "position": "-391.00;-244.00", "size": "0;0", "children": []}, {"name": null, "role": "AXOutline", "description": "tree", "role_description": "outline", "value": 0, "position": "-391.00;-244.00", "size": "403;272", "children": [{"name": null, "role": "AXRow", "description": "Bold text", "role_description": "row", "value": 0, "position": "-391.00;-244.00", "size": "62;24", "children": [{"name": null, "role": "AXStaticText", "description": "Bold text", "role_description": "text", "value": 0, "position": "-391.00;-244.00", "size": "62;24", "children": []}]}, {"name": null, "role": "AXRow", "description": "Comment", "role_description": "row", "value": 0, "position": "-391.00;-244.00", "size": "66;24", "children": [{"name": null, "role": "AXStaticText", "description": "Comment", "role_description": "text", "value": 0, "position": "-391.00;-244.00", "size": "66;24", "children": []}]}, {"name": null, "role": "AXRow", "description": "Explicit markup", "role_description": "row", "value": 0, "position": "-391.00;-244.00", "size": "100;24", "children": [{"name": null, "role": "AXStaticText", "description": "Explicit markup", "role_description": "text", "value": 0, "position": "-391.00;-244.00", "size": "100;24", "children": []}]}, {"name": null, "role": "AXRow", "description": "Fields", "role_description": "row", "value": 0, "position": "-391.00;-244.00", "size": "43;24", "children": [{"name": null, "role": "AXStaticText", "description": "Fields", "role_description": "text", "value": 0, "position": "-391.00;-244.00", "size": "43;24", "children": []}]}, {"name": null, "role": "AXRow", "description": "Inline literals", "role_description": "row", "value": 0, "position": "-391.00;-244.00", "size": "83;24", "children": [{"name": null, "role": "AXStaticText", "description": "Inline literals", "role_description": "text", "value": 0, "position": "-391.00;-244.00", "size": "83;24", "children": []}]}, {"name": null, "role": "AXRow", "description": "Interpreted text", "role_description": "row", "value": 0, "position": "-391.00;-244.00", "size": "103;24", "children": [{"name": null, "role": "AXStaticText", "description": "Interpreted text", "role_description": "text", "value": 0, "position": "-391.00;-244.00", "size": "103;24", "children": []}]}, {"name": null, "role": "AXRow", "description": "Italic text", "role_description": "row", "value": 0, "position": "-391.00;-244.00", "size": "63;24", "children": [{"name": null, "role": "AXStaticText", "description": "Italic text", "role_description": "text", "value": 0, "position": "-391.00;-244.00", "size": "63;24", "children": []}]}, {"name": null, "role": "AXRow", "description": "Literal and line blocks", "role_description": "row", "value": 0, "position": "-391.00;-244.00", "size": "140;24", "children": [{"name": null, "role": "AXStaticText", "description": "Literal and line blocks", "role_description": "text", "value": 0, "position": "-391.00;-244.00", "size": "140;24", "children": []}]}, {"name": null, "role": "AXRow", "description": "Reference name", "role_description": "row", "value": 0, "position": "-391.00;-244.00", "size": "107;24", "children": [{"name": null, "role": "AXStaticText", "description": "Reference name", "role_description": "text", "value": 0, "position": "-391.00;-244.00", "size": "107;24", "children": []}]}, {"name": null, "role": "AXRow", "description": "Title", "role_description": "row", "value": 0, "position": "-391.00;-244.00", "size": "33;24", "children": [{"name": null, "role": "AXStaticText", "description": "Title", "role_description": "text", "value": 0, "position": "-391.00;-244.00", "size": "33;24", "children": []}]}]}]}, {"name": null, "role": "AXGroup", "description": "", "role_description": "group", "value": 0, "position": "-391.00;-244.00", "size": "40;34", "children": []}, {"name": null, "role": "AXScrollArea", "description": null, "role_description": "scroll area", "value": 0, "position": "-391.00;-244.00", "size": "679;283", "children": [{"name": null, "role": "AXScrollBar", "description": null, "role_description": "scroll bar", "value": 0, "position": "-391.00;-244.00", "size": "18;281", "children": [{"name": null, "role": "AXButton", "description": "", "role_description": "button", "value": null, "position": "-391.00;-244.00", "size": "18;0", "children": []}, {"name": null, "role": "AXButton", "description": "", "role_description": "button", "value": null, "position": "-391.00;-244.00", "size": "18;0", "children": []}]}, {"name": null, "role": "AXScrollBar", "description": null, "role_description": "scroll bar", "value": 0, "position": "-391.00;-244.00", "size": "0;0", "children": []}, {"name": null, "role": "AXGroup", "description": "", "role_description": "group", "value": 0, "position": "-391.00;-244.00", "size": "0;0", "children": []}, {"name": null, "role": "AXStaticText", "description": "", "role_description": "text", "value": "", "position": "-391.00;-244.00", "size": "0;0", "children": []}, {"name": null, "role": "AXGroup", "description": null, "role_description": "group", "value": 0, "position": "-391.00;-244.00", "size": "11;660", "children": []}, {"name": null, "role": "AXTextArea", "description": "Editor", "role_description": "text entry area", "value": ".. comment for documentation master file\n\n===============\n Section Title\n===============\n\n.. toctree::\n   :maxdepth: 2\n\nThere is *some italics text*\nand **bold one** and ``inline literals``\n\nA link_ in citation style.\n\n.. _link: http://www.google.com\n\n.. rubric:: Footnotes\n.. [*] footnote.\n.. [REL09] Citation\n\n:ref:`builders`\n\n\n::\n\n  Whitespace, newlines, blank lines, and\n  all kinds of markup (like *this* or\n  \\this) is preserved by literal blocks.\n\nIt was literal block.", "position": "-391.00;-244.00", "size": "666;660", "children": []}]}, {"name": null, "role": "AXImage", "description": null, "role_description": "image", "value": null, "position": "-391.00;-244.00", "size": "17;6", "children": []}, {"name": null, "role": "AXStaticText", "description": "Scheme:", "role_description": "text", "value": "Scheme:", "position": "-391.00;-244.00", "size": "53;17", "children": []}, {"name": null, "role": "AXPopUpButton", "description": null, "role_description": "pop up button", "value": "Dark Theme default", "position": "-391.00;-244.00", "size": "200;34", "children": [{"name": null, "role": "AXPopUpButton", "description": null, "role_description": "pop up button", "value": null, "position": "-391.00;-244.00", "size": "0;0", "children": []}]}, {"name": null, "role": "AXTextField", "description": null, "role_description": "text field", "value": "", "position": "-391.00;-244.00", "size": "200;34", "children": []}, {"name": null, "role": "AXGroup", "description": "Action Toolbar", "role_description": "group", "value": 0, "position": "-391.00;-244.00", "size": "26;34", "children": [{"name": null, "role": "AXButton", "description": "Show Scheme Actions", "role_description": "button", "value": null, "position": "-391.00;-244.00", "size": "26;24", "children": []}]}, {"name": null, "role": "AXLink", "description": "Change IDE Theme…", "role_description": "link", "value": null, "position": "-391.00;-244.00", "size": "131;17", "children": []}, {"name": null, "role": "AXImage", "description": null, "role_description": "image", "value": null, "position": "-391.00;-244.00", "size": "16;16", "children": []}, {"name": null, "role": "AXStaticText", "description": "", "role_description": "text", "value": "", "position": "-391.00;-244.00", "size": "0;0", "children": []}, {"name": null, "role": "AXScrollArea", "description": null, "role_description": "scroll area", "value": 0, "position": "-391.00;-244.00", "size": "405;238", "children": [{"name": null, "role": "AXScrollBar", "description": null, "role_description": "scroll bar", "value": 0, "position": "-391.00;-244.00", "size": "14;236", "children": []}, {"name": null, "role": "AXScrollBar", "description": null, "role_description": "scroll bar", "value": 0, "position": "-391.00;-244.00", "size": "0;0", "children": []}, {"name": null, "role": "AXOutline", "description": "tree", "role_description": "outline", "value": 0, "position": "-391.00;-244.00", "size": "403;416", "children": [{"name": null, "role": "AXRow", "description": "Backquotes", "role_description": "row", "value": 0, "position": "-391.00;-244.00", "size": "79;24", "children": [{"name": null, "role": "AXStaticText", "description": "Backquotes", "role_description": "text", "value": 0, "position": "-391.00;-244.00", "size": "79;24", "children": []}]}, {"name": null, "role": "AXRow", "description": "Braces", "role_description": "row", "value": 0, "position": "-391.00;-244.00", "size": "49;24", "children": [{"name": null, "role": "AXStaticText", "description": "Braces", "role_description": "text", "value": 0, "position": "-391.00;-244.00", "size": "49;24", "children": []}]}, {"name": null, "role": "AXRow", "description": "Commands", "role_description": "row", "value": 0, "position": "-391.00;-244.00", "size": "76;24", "children": [{"name": null, "role": "AXStaticText", "description": "Commands", "role_description": "text", "value": 0, "position": "-391.00;-244.00", "size": "76;24", "children": []}]}, {"name": null, "role": "AXRow", "description": "Conditional operators", "role_description": "row", "value": 0, "position": "-391.00;-244.00", "size": "139;24", "children": [{"name": null, "role": "AXStaticText", "description": "Conditional operators", "role_description": "text", "value": 0, "position": "-391.00;-244.00", "size": "139;24", "children": []}]}, {"name": null, "role": "AXRow", "description": "Function declaration", "role_description": "row", "value": 0, "position": "-391.00;-244.00", "size": "132;24", "children": [{"name": null, "role": "AXStaticText", "description": "Function declaration", "role_description": "text", "value": 0, "position": "-391.00;-244.00", "size": "132;24", "children": []}]}, {"name": null, "role": "AXRow", "description": "Here documents", "role_description": "row", "value": 0, "position": "-391.00;-244.00", "size": "108;24", "children": [{"name": null, "role": "AXStaticText", "description": "Here documents", "role_description": "text", "value": 0, "position": "-391.00;-244.00", "size": "108;24", "children": []}]}, {"name": null, "role": "AXRow", "description": "Here documents end", "role_description": "row", "value": 0, "position": "-391.00;-244.00", "size": "135;24", "children": [{"name": null, "role": "AXStaticText", "description": "Here documents end", "role_description": "text", "value": 0, "position": "-391.00;-244.00", "size": "135;24", "children": []}]}, {"name": null, "role": "AXRow", "description": "Here documents start", "role_description": "row", "value": 0, "position": "-391.00;-244.00", "size": "140;24", "children": [{"name": null, "role": "AXStaticText", "description": "Here documents start", "role_description": "text", "value": 0, "position": "-391.00;-244.00", "size": "140;24", "children": []}]}, {"name": null, "role": "AXRow", "description": "Keyword", "role_description": "row", "value": 0, "position": "-391.00;-244.00", "size": "61;24", "children": [{"name": null, "role": "AXStaticText", "description": "Keyword", "role_description": "text", "value": 0, "position": "-391.00;-244.00", "size": "61;24", "children": []}]}, {"name": null, "role": "AXRow", "description": "Line comment", "role_description": "row", "value": 0, "position": "-391.00;-244.00", "size": "93;24", "children": [{"name": null, "role": "AXStaticText", "description": "Line comment", "role_description": "text", "value": 0, "position": "-391.00;-244.00", "size": "93;24", "children": []}]}, {"name": null, "role": "AXRow", "description": "Number", "role_description": "row", "value": 0, "position": "-391.00;-244.00", "size": "56;24", "children": [{"name": null, "role": "AXStaticText", "description": "Number", "role_description": "text", "value": 0, "position": "-391.00;-244.00", "size": "56;24", "children": []}]}, {"name": null, "role": "AXRow", "description": "Raw string", "role_description": "row", "value": 0, "position": "-391.00;-244.00", "size": "71;24", "children": [{"name": null, "role": "AXStaticText", "description": "Raw string", "role_description": "text", "value": 0, "position": "-391.00;-244.00", "size": "71;24", "children": []}]}, {"name": null, "role": "AXRow", "description": "Redirection", "role_description": "row", "value": 0, "position": "-391.00;-244.00", "size": "76;24", "children": [{"name": null, "role": "AXStaticText", "description": "Redirection", "role_description": "text", "value": 0, "position": "-391.00;-244.00", "size": "76;24", "children": []}]}, {"name": null, "role": "AXRow", "description": "Shebang comment", "role_description": "row", "value": 0, "position": "-391.00;-244.00", "size": "122;24", "children": [{"name": null, "role": "AXStaticText", "description": "Shebang comment", "role_description": "text", "value": 0, "position": "-391.00;-244.00", "size": "122;24", "children": []}]}, {"name": null, "role": "AXRow", "description": "String", "role_description": "row", "value": 0, "position": "-391.00;-244.00", "size": "43;24", "children": [{"name": null, "role": "AXStaticText", "description": "String", "role_description": "text", "value": 0, "position": "-391.00;-244.00", "size": "43;24", "children": []}]}, {"name": null, "role": "AXRow", "description": "Variables", "role_description": "row", "value": 0, "position": "-391.00;-244.00", "size": "63;24", "children": [{"name": null, "role": "AXStaticText", "description": "Variables", "role_description": "text", "value": 0, "position": "-391.00;-244.00", "size": "63;24", "children": []}]}]}]}, {"name": null, "role": "AXGroup", "description": "", "role_description": "group", "value": 0, "position": "-391.00;-244.00", "size": "40;34", "children": []}, {"name": null, "role": "AXScrollArea", "description": null, "role_description": "scroll area", "value": 0, "position": "-391.00;-244.00", "size": "679;283", "children": [{"name": null, "role": "AXScrollBar", "description": null, "role_description": "scroll bar", "value": 0, "position": "-391.00;-244.00", "size": "18;281", "children": [{"name": null, "role": "AXButton", "description": "", "role_description": "button", "value": null, "position": "-391.00;-244.00", "size": "18;0", "children": []}, {"name": null, "role": "AXButton", "description": "", "role_description": "button", "value": null, "position": "-391.00;-244.00", "size": "18;0", "children": []}]}, {"name": null, "role": "AXScrollBar", "description": null, "role_description": "scroll bar", "value": 0, "position": "-391.00;-244.00", "size": "0;0", "children": []}, {"name": null, "role": "AXGroup", "description": "", "role_description": "group", "value": 0, "position": "-391.00;-244.00", "size": "0;0", "children": []}, {"name": null, "role": "AXStaticText", "description": "", "role_description": "text", "value": "", "position": "-391.00;-244.00", "size": "0;0", "children": []}, {"name": null, "role": "AXGroup", "description": null, "role_description": "group", "value": 0, "position": "-391.00;-244.00", "size": "11;506", "children": []}, {"name": null, "role": "AXTextArea", "description": "Editor", "role_description": "text entry area", "value": "#!/usr/bin/env sh\n\n#Sample comment\nlet \"a=16 << 2\";\nb=\"Sample text\";\n\nfunction foo() {\n  if [ $string1 == $string2 ]; then\n    for url in `cat example.txt`; do\n      curl $url > result.html\n    done\n  fi\n}\n\nrm -f $(find / -name core) &> /dev/null\nmkdir -p \"${AGENT_USER_HOME_${PLATFORM}}\"\n\nmultiline='first line\n           second line\n           third line'\ncat << EOF\n Sample text\nEOF", "position": "-391.00;-244.00", "size": "666;506", "children": []}]}, {"name": null, "role": "AXImage", "description": null, "role_description": "image", "value": null, "position": "-391.00;-244.00", "size": "17;6", "children": []}, {"name": null, "role": "AXStaticText", "description": "Scheme:", "role_description": "text", "value": "Scheme:", "position": "-391.00;-244.00", "size": "53;17", "children": []}, {"name": null, "role": "AXPopUpButton", "description": null, "role_description": "pop up button", "value": "Dark Theme default", "position": "-391.00;-244.00", "size": "200;34", "children": [{"name": null, "role": "AXPopUpButton", "description": null, "role_description": "pop up button", "value": null, "position": "-391.00;-244.00", "size": "0;0", "children": []}]}, {"name": null, "role": "AXTextField", "description": null, "role_description": "text field", "value": "", "position": "-391.00;-244.00", "size": "200;34", "children": []}, {"name": null, "role": "AXGroup", "description": "Action Toolbar", "role_description": "group", "value": 0, "position": "-391.00;-244.00", "size": "26;34", "children": [{"name": null, "role": "AXButton", "description": "Show Scheme Actions", "role_description": "button", "value": null, "position": "-391.00;-244.00", "size": "26;24", "children": []}]}, {"name": null, "role": "AXLink", "description": "Change IDE Theme…", "role_description": "link", "value": null, "position": "-391.00;-244.00", "size": "131;17", "children": []}, {"name": null, "role": "AXImage", "description": null, "role_description": "image", "value": null, "position": "-391.00;-244.00", "size": "16;16", "children": []}, {"name": null, "role": "AXStaticText", "description": "", "role_description": "text", "value": "", "position": "-391.00;-244.00", "size": "0;0", "children": []}, {"name": null, "role": "AXScrollArea", "description": null, "role_description": "scroll area", "value": 0, "position": "-391.00;-244.00", "size": "405;238", "children": [{"name": null, "role": "AXOutline", "description": "tree", "role_description": "outline", "value": 0, "position": "-391.00;-244.00", "size": "403;236", "children": [{"name": null, "role": "AXRow", "description": "Boolean", "role_description": "row", "value": 0, "position": "-391.00;-244.00", "size": "56;24", "children": [{"name": null, "role": "AXStaticText", "description": "Boolean", "role_description": "text", "value": 0, "position": "-391.00;-244.00", "size": "56;24", "children": []}]}, {"name": null, "role": "AXRow", "description": "Comments", "role_description": "row", "value": 0, "position": "-391.00;-244.00", "size": "73;24", "children": [{"name": null, "role": "AXStaticText", "description": "Comments", "role_description": "text", "value": 0, "position": "-391.00;-244.00", "size": "73;24", "children": []}]}, {"name": null, "role": "AXRow", "description": "Date", "role_description": "row", "value": 0, "position": "-391.00;-244.00", "size": "35;24", "children": [{"name": null, "role": "AXStaticText", "description": "Date", "role_description": "text", "value": 0, "position": "-391.00;-244.00", "size": "35;24", "children": []}]}, {"name": null, "role": "AXRow", "description": "Keys", "role_description": "row", "value": 0, "position": "-391.00;-244.00", "size": "37;24", "children": [{"name": null, "role": "AXStaticText", "description": "Keys", "role_description": "text", "value": 0, "position": "-391.00;-244.00", "size": "37;24", "children": []}]}, {"name": null, "role": "AXRow", "description": "Number", "role_description": "row", "value": 0, "position": "-391.00;-244.00", "size": "56;24", "children": [{"name": null, "role": "AXStaticText", "description": "Number", "role_description": "text", "value": 0, "position": "-391.00;-244.00", "size": "56;24", "children": []}]}, {"name": null, "role": "AXRow", "description": "String", "role_description": "row", "value": 0, "position": "-391.00;-244.00", "size": "43;24", "children": [{"name": null, "role": "AXStaticText", "description": "String", "role_description": "text", "value": 0, "position": "-391.00;-244.00", "size": "43;24", "children": []}]}]}, {"name": null, "role": "AXScrollBar", "description": null, "role_description": "scroll bar", "value": 0, "position": "-391.00;-244.00", "size": "0;0", "children": []}, {"name": null, "role": "AXScrollBar", "description": null, "role_description": "scroll bar", "value": 0, "position": "-391.00;-244.00", "size": "0;0", "children": []}]}, {"name": null, "role": "AXGroup", "description": "", "role_description": "group", "value": 0, "position": "-391.00;-244.00", "size": "40;34", "children": []}, {"name": null, "role": "AXScrollArea", "description": null, "role_description": "scroll area", "value": 0, "position": "-391.00;-244.00", "size": "679;283", "children": [{"name": null, "role": "AXScrollBar", "description": null, "role_description": "scroll bar", "value": 0, "position": "-391.00;-244.00", "size": "18;281", "children": [{"name": null, "role": "AXButton", "description": "", "role_description": "button", "value": null, "position": "-391.00;-244.00", "size": "18;0", "children": []}, {"name": null, "role": "AXButton", "description": "", "role_description": "button", "value": null, "position": "-391.00;-244.00", "size": "18;0", "children": []}]}, {"name": null, "role": "AXScrollBar", "description": null, "role_description": "scroll bar", "value": 0, "position": "-391.00;-244.00", "size": "0;0", "children": []}, {"name": null, "role": "AXGroup", "description": "", "role_description": "group", "value": 0, "position": "-391.00;-244.00", "size": "0;0", "children": []}, {"name": null, "role": "AXStaticText", "description": "", "role_description": "text", "value": "", "position": "-391.00;-244.00", "size": "0;0", "children": []}, {"name": null, "role": "AXGroup", "description": null, "role_description": "group", "value": 0, "position": "-391.00;-244.00", "size": "11;726", "children": []}, {"name": null, "role": "AXTextArea", "description": "Editor", "role_description": "text entry area", "value": "# This is a TOML document.\n\ntitle = \"TOML Example\"\ndescription = \"\"\"\n    Multiline\n    description\n\"\"\"\ndate = 2019-11-04T07:32:00-08:00\n\n[database]\nserver = \"192.168.1.1\"\nports = [ 8001, 8001, 8002 ]\n\"connection_max\" = 5000\nenabled = true\n\n[servers]\nalpha = { ip = '10.0.0.1', dc = \"eqdc10\" }\nbeta = { ip = '10.0.0.2', dc = \"eqdc10\" }\n\n[clients]\ndata = [ [\"gamma\", \"delta\"], [1.0, 2.0] ]\n\nhosts = [\n  \"alpha\",\n  \"omega\",\n]\n\nvalid-escapes = \"\"\"\\tline \\\"1\\\"\n    line\\u00202\n    line 3\\U0000002E\n\"\"\"\ninvalid-escapes = \"\\a \\u20 \\U0020\"\n", "position": "-391.00;-244.00", "size": "666;726", "children": []}]}, {"name": null, "role": "AXImage", "description": null, "role_description": "image", "value": null, "position": "-391.00;-244.00", "size": "17;6", "children": []}, {"name": null, "role": "AXStaticText", "description": "Scheme:", "role_description": "text", "value": "Scheme:", "position": "-391.00;-244.00", "size": "53;17", "children": []}, {"name": null, "role": "AXPopUpButton", "description": null, "role_description": "pop up button", "value": "Dark Theme default", "position": "-391.00;-244.00", "size": "200;34", "children": [{"name": null, "role": "AXPopUpButton", "description": null, "role_description": "pop up button", "value": null, "position": "-391.00;-244.00", "size": "0;0", "children": []}]}, {"name": null, "role": "AXTextField", "description": null, "role_description": "text field", "value": "", "position": "-391.00;-244.00", "size": "200;34", "children": []}, {"name": null, "role": "AXGroup", "description": "Action Toolbar", "role_description": "group", "value": 0, "position": "-391.00;-244.00", "size": "26;34", "children": [{"name": null, "role": "AXButton", "description": "Show Scheme Actions", "role_description": "button", "value": null, "position": "-391.00;-244.00", "size": "26;24", "children": []}]}, {"name": null, "role": "AXLink", "description": "Change IDE Theme…", "role_description": "link", "value": null, "position": "-391.00;-244.00", "size": "131;17", "children": []}, {"name": null, "role": "AXImage", "description": null, "role_description": "image", "value": null, "position": "-391.00;-244.00", "size": "16;16", "children": []}, {"name": null, "role": "AXStaticText", "description": "", "role_description": "text", "value": "", "position": "-391.00;-244.00", "size": "0;0", "children": []}, {"name": null, "role": "AXScrollArea", "description": null, "role_description": "scroll area", "value": 0, "position": "-391.00;-244.00", "size": "405;238", "children": [{"name": null, "role": "AXScrollBar", "description": null, "role_description": "scroll bar", "value": 0, "position": "-391.00;-244.00", "size": "14;236", "children": []}, {"name": null, "role": "AXScrollBar", "description": null, "role_description": "scroll bar", "value": 0, "position": "-391.00;-244.00", "size": "0;0", "children": []}, {"name": null, "role": "AXOutline", "description": "tree", "role_description": "outline", "value": 0, "position": "-391.00;-244.00", "size": "403;320", "children": [{"name": null, "role": "AXRow", "description": "Attribute Name", "role_description": "row", "value": 0, "position": "-391.00;-244.00", "size": "100;24", "children": [{"name": null, "role": "AXStaticText", "description": "Attribute Name", "role_description": "text", "value": 0, "position": "-391.00;-244.00", "size": "100;24", "children": []}]}, {"name": null, "role": "AXRow", "description": "Attribute Value", "role_description": "row", "value": 0, "position": "-391.00;-244.00", "size": "99;24", "children": [{"name": null, "role": "AXStaticText", "description": "Attribute Value", "role_description": "text", "value": 0, "position": "-391.00;-244.00", "size": "99;24", "children": []}]}, {"name": null, "role": "AXRow", "description": "Comment", "role_description": "row", "value": 0, "position": "-391.00;-244.00", "size": "66;24", "children": [{"name": null, "role": "AXStaticText", "description": "Comment", "role_description": "text", "value": 0, "position": "-391.00;-244.00", "size": "66;24", "children": []}]}, {"name": null, "role": "AXRow", "description": "Custom Tag Name", "role_description": "row", "value": 0, "position": "-391.00;-244.00", "size": "121;24", "children": [{"name": null, "role": "AXStaticText", "description": "Custom Tag Name", "role_description": "text", "value": 0, "position": "-391.00;-244.00", "size": "121;24", "children": []}]}, {"name": null, "role": "AXRow", "description": "Entity Reference", "role_description": "row", "value": 0, "position": "-391.00;-244.00", "size": "108;24", "children": [{"name": null, "role": "AXStaticText", "description": "Entity Reference", "role_description": "text", "value": 0, "position": "-391.00;-244.00", "size": "108;24", "children": []}]}, {"name": null, "role": "AXRow", "description": "Injected Language Fragment", "role_description": "row", "value": 0, "position": "-391.00;-244.00", "size": "183;24", "children": [{"name": null, "role": "AXStaticText", "description": "Injected Language Fragment", "role_description": "text", "value": 0, "position": "-391.00;-244.00", "size": "183;24", "children": []}]}, {"name": null, "role": "AXRow", "description": "Matched Tag", "role_description": "row", "value": 0, "position": "-391.00;-244.00", "size": "88;24", "children": [{"name": null, "role": "AXStaticText", "description": "Matched Tag", "role_description": "text", "value": 0, "position": "-391.00;-244.00", "size": "88;24", "children": []}]}, {"name": null, "role": "AXRow", "description": "Namespace Prefix", "role_description": "row", "value": 0, "position": "-391.00;-244.00", "size": "118;24", "children": [{"name": null, "role": "AXStaticText", "description": "Namespace Prefix", "role_description": "text", "value": 0, "position": "-391.00;-244.00", "size": "118;24", "children": []}]}, {"name": null, "role": "AXRow", "description": "Prologue", "role_description": "row", "value": 0, "position": "-391.00;-244.00", "size": "61;24", "children": [{"name": null, "role": "AXStaticText", "description": "Prologue", "role_description": "text", "value": 0, "position": "-391.00;-244.00", "size": "61;24", "children": []}]}, {"name": null, "role": "AXRow", "description": "Tag", "role_description": "row", "value": 0, "position": "-391.00;-244.00", "size": "30;24", "children": [{"name": null, "role": "AXStaticText", "description": "Tag", "role_description": "text", "value": 0, "position": "-391.00;-244.00", "size": "30;24", "children": []}]}, {"name": null, "role": "AXRow", "description": "Tag Data", "role_description": "row", "value": 0, "position": "-391.00;-244.00", "size": "62;24", "children": [{"name": null, "role": "AXStaticText", "description": "Tag Data", "role_description": "text", "value": 0, "position": "-391.00;-244.00", "size": "62;24", "children": []}]}, {"name": null, "role": "AXRow", "description": "Tag Name", "role_description": "row", "value": 0, "position": "-391.00;-244.00", "size": "70;24", "children": [{"name": null, "role": "AXStaticText", "description": "Tag Name", "role_description": "text", "value": 0, "position": "-391.00;-244.00", "size": "70;24", "children": []}]}]}]}, {"name": null, "role": "AXGroup", "description": "", "role_description": "group", "value": 0, "position": "-391.00;-244.00", "size": "40;34", "children": []}, {"name": null, "role": "AXScrollArea", "description": null, "role_description": "scroll area", "value": 0, "position": "-391.00;-244.00", "size": "679;283", "children": [{"name": null, "role": "AXScrollBar", "description": null, "role_description": "scroll bar", "value": 0, "position": "-391.00;-244.00", "size": "18;281", "children": [{"name": null, "role": "AXButton", "description": "", "role_description": "button", "value": null, "position": "-391.00;-244.00", "size": "18;0", "children": []}, {"name": null, "role": "AXButton", "description": "", "role_description": "button", "value": null, "position": "-391.00;-244.00", "size": "18;0", "children": []}]}, {"name": null, "role": "AXScrollBar", "description": null, "role_description": "scroll bar", "value": 0, "position": "-391.00;-244.00", "size": "0;0", "children": []}, {"name": null, "role": "AXGroup", "description": "", "role_description": "group", "value": 0, "position": "-391.00;-244.00", "size": "0;0", "children": []}, {"name": null, "role": "AXStaticText", "description": "", "role_description": "text", "value": "", "position": "-391.00;-244.00", "size": "0;0", "children": []}, {"name": null, "role": "AXGroup", "description": null, "role_description": "group", "value": 0, "position": "-391.00;-244.00", "size": "11;440", "children": []}, {"name": null, "role": "AXTextArea", "description": "Editor", "role_description": "text entry area", "value": "<?xml version='1.0' encoding='ISO-8859-1'  ?>\n<!DOCTYPE index>\n<!-- Some xml example -->\n<index version=\"1.0\" xmlns:pf=\"http://test\">\n   <name>Main Index</name>\n   <indexitem text=\"rename\" target=\"refactoring.rename\"/>\n   <indexitem text=\"move\" target=\"refactoring.move\"/>\n   <indexitem text=\"migrate\" target=\"refactoring.migrate\"/>\n   <indexitem text=\"usage search\" target=\"find.findUsages\"/>\n   <indexitem>Matched tag name</indexitem>\n   <someTextWithEntityRefs>&amp; &#x00B7;</someTextWithEntityRefs>\n   <withCData><![CDATA[\n          <object class=\"MyClass\" key=\"constant\">\n          </object>\n        ]]>\n   </withCData>\n   <indexitem text=\"project\" target=\"project.management\"/>\n   <custom-tag>hello</custom-tag>\n   <pf:foo pf:bar=\"bar\"/>\n</index>", "position": "-391.00;-244.00", "size": "666;440", "children": []}]}, {"name": null, "role": "AXImage", "description": null, "role_description": "image", "value": null, "position": "-391.00;-244.00", "size": "17;6", "children": []}, {"name": null, "role": "AXStaticText", "description": "Scheme:", "role_description": "text", "value": "Scheme:", "position": "-391.00;-244.00", "size": "53;17", "children": []}, {"name": null, "role": "AXPopUpButton", "description": null, "role_description": "pop up button", "value": "Dark Theme default", "position": "-391.00;-244.00", "size": "200;34", "children": [{"name": null, "role": "AXPopUpButton", "description": null, "role_description": "pop up button", "value": null, "position": "-391.00;-244.00", "size": "0;0", "children": []}]}, {"name": null, "role": "AXTextField", "description": null, "role_description": "text field", "value": "", "position": "-391.00;-244.00", "size": "200;34", "children": []}, {"name": null, "role": "AXGroup", "description": "Action Toolbar", "role_description": "group", "value": 0, "position": "-391.00;-244.00", "size": "26;34", "children": [{"name": null, "role": "AXButton", "description": "Show Scheme Actions", "role_description": "button", "value": null, "position": "-391.00;-244.00", "size": "26;24", "children": []}]}, {"name": null, "role": "AXLink", "description": "Change IDE Theme…", "role_description": "link", "value": null, "position": "-391.00;-244.00", "size": "131;17", "children": []}, {"name": null, "role": "AXImage", "description": null, "role_description": "image", "value": null, "position": "-391.00;-244.00", "size": "16;16", "children": []}, {"name": null, "role": "AXStaticText", "description": "", "role_description": "text", "value": "", "position": "-391.00;-244.00", "size": "0;0", "children": []}, {"name": null, "role": "AXScrollArea", "description": null, "role_description": "scroll area", "value": 0, "position": "-391.00;-244.00", "size": "405;238", "children": [{"name": null, "role": "AXScrollBar", "description": null, "role_description": "scroll bar", "value": 0, "position": "-391.00;-244.00", "size": "14;236", "children": []}, {"name": null, "role": "AXScrollBar", "description": null, "role_description": "scroll bar", "value": 0, "position": "-391.00;-244.00", "size": "0;0", "children": []}, {"name": null, "role": "AXOutline", "description": "tree", "role_description": "outline", "value": 0, "position": "-391.00;-244.00", "size": "403;248", "children": [{"name": null, "role": "AXRow", "description": "'>' block", "role_description": "row", "value": 0, "position": "-391.00;-244.00", "size": "58;24", "children": [{"name": null, "role": "AXStaticText", "description": "'>' block", "role_description": "text", "value": 0, "position": "-391.00;-244.00", "size": "58;24", "children": []}]}, {"name": null, "role": "AXRow", "description": "'|' block", "role_description": "row", "value": 0, "position": "-391.00;-244.00", "size": "53;24", "children": [{"name": null, "role": "AXStaticText", "description": "'|' block", "role_description": "text", "value": 0, "position": "-391.00;-244.00", "size": "53;24", "children": []}]}, {"name": null, "role": "AXRow", "description": "Anchor/Alias", "role_description": "row", "value": 0, "position": "-391.00;-244.00", "size": "84;24", "children": [{"name": null, "role": "AXStaticText", "description": "Anchor/Alias", "role_description": "text", "value": 0, "position": "-391.00;-244.00", "size": "84;24", "children": []}]}, {"name": null, "role": "AXRow", "description": "Comment", "role_description": "row", "value": 0, "position": "-391.00;-244.00", "size": "66;24", "children": [{"name": null, "role": "AXStaticText", "description": "Comment", "role_description": "text", "value": 0, "position": "-391.00;-244.00", "size": "66;24", "children": []}]}, {"name": null, "role": "AXRow", "description": "Double quoted string", "role_description": "row", "value": 0, "position": "-391.00;-244.00", "size": "136;24", "children": [{"name": null, "role": "AXStaticText", "description": "Double quoted string", "role_description": "text", "value": 0, "position": "-391.00;-244.00", "size": "136;24", "children": []}]}, {"name": null, "role": "AXRow", "description": "Key", "role_description": "row", "value": 0, "position": "-391.00;-244.00", "size": "30;24", "children": [{"name": null, "role": "AXStaticText", "description": "Key", "role_description": "text", "value": 0, "position": "-391.00;-244.00", "size": "30;24", "children": []}]}, {"name": null, "role": "AXRow", "description": "Sign: brace, comma, etc", "role_description": "row", "value": 0, "position": "-391.00;-244.00", "size": "155;24", "children": [{"name": null, "role": "AXStaticText", "description": "Sign: brace, comma, etc", "role_description": "text", "value": 0, "position": "-391.00;-244.00", "size": "155;24", "children": []}]}, {"name": null, "role": "AXRow", "description": "String", "role_description": "row", "value": 0, "position": "-391.00;-244.00", "size": "43;24", "children": [{"name": null, "role": "AXStaticText", "description": "String", "role_description": "text", "value": 0, "position": "-391.00;-244.00", "size": "43;24", "children": []}]}, {"name": null, "role": "AXRow", "description": "Text", "role_description": "row", "value": 0, "position": "-391.00;-244.00", "size": "34;24", "children": [{"name": null, "role": "AXStaticText", "description": "Text", "role_description": "text", "value": 0, "position": "-391.00;-244.00", "size": "34;24", "children": []}]}]}]}, {"name": null, "role": "AXGroup", "description": "", "role_description": "group", "value": 0, "position": "-391.00;-244.00", "size": "40;34", "children": []}, {"name": null, "role": "AXScrollArea", "description": null, "role_description": "scroll area", "value": 0, "position": "-391.00;-244.00", "size": "679;283", "children": [{"name": null, "role": "AXScrollBar", "description": null, "role_description": "scroll bar", "value": 0, "position": "-391.00;-244.00", "size": "18;281", "children": [{"name": null, "role": "AXButton", "description": "", "role_description": "button", "value": null, "position": "-391.00;-244.00", "size": "18;0", "children": []}, {"name": null, "role": "AXButton", "description": "", "role_description": "button", "value": null, "position": "-391.00;-244.00", "size": "18;0", "children": []}]}, {"name": null, "role": "AXScrollBar", "description": null, "role_description": "scroll bar", "value": 0, "position": "-391.00;-244.00", "size": "0;0", "children": []}, {"name": null, "role": "AXGroup", "description": "", "role_description": "group", "value": 0, "position": "-391.00;-244.00", "size": "0;0", "children": []}, {"name": null, "role": "AXStaticText", "description": "", "role_description": "text", "value": "", "position": "-391.00;-244.00", "size": "0;0", "children": []}, {"name": null, "role": "AXGroup", "description": null, "role_description": "group", "value": 0, "position": "-391.00;-244.00", "size": "11;418", "children": []}, {"name": null, "role": "AXTextArea", "description": "Editor", "role_description": "text entry area", "value": "---\n# Read about fixtures at http://ar.rubyonrails.org/classes/Fixtures.html\nstatic_sidebar:\n  id: \"foo\"\n  name: 'side_bar'\n  staged_position: 1\n  blog_id: 1\n  config: |+\n    --- !map:HashWithIndifferentAccess\n      title: Static Sidebar\n      body: The body of a static sidebar\n  type: StaticSidebar\n  description: >\n    Sidebar configuration example\n  extensions:\n    - &params \n        auto_run: true\n        reload: true\n    - *params", "position": "-391.00;-244.00", "size": "666;418", "children": []}]}, {"name": null, "role": "AXImage", "description": null, "role_description": "image", "value": null, "position": "-391.00;-244.00", "size": "17;6", "children": []}, {"name": null, "role": "AXStaticText", "description": "Scheme:", "role_description": "text", "value": "Scheme:", "position": "-391.00;-244.00", "size": "53;17", "children": []}, {"name": null, "role": "AXPopUpButton", "description": null, "role_description": "pop up button", "value": "Dark Theme default", "position": "-391.00;-244.00", "size": "200;34", "children": [{"name": null, "role": "AXPopUpButton", "description": null, "role_description": "pop up button", "value": null, "position": "-391.00;-244.00", "size": "0;0", "children": []}]}, {"name": null, "role": "AXTextField", "description": null, "role_description": "text field", "value": "", "position": "-391.00;-244.00", "size": "200;34", "children": []}, {"name": null, "role": "AXGroup", "description": "Action Toolbar", "role_description": "group", "value": 0, "position": "-391.00;-244.00", "size": "26;34", "children": [{"name": null, "role": "AXButton", "description": "Show Scheme Actions", "role_description": "button", "value": null, "position": "-391.00;-244.00", "size": "26;24", "children": []}]}, {"name": null, "role": "AXLink", "description": "Change IDE Theme…", "role_description": "link", "value": null, "position": "-391.00;-244.00", "size": "131;17", "children": []}, {"name": null, "role": "AXImage", "description": null, "role_description": "image", "value": null, "position": "-391.00;-244.00", "size": "16;16", "children": []}, {"name": null, "role": "AXStaticText", "description": "", "role_description": "text", "value": "", "position": "-391.00;-244.00", "size": "0;0", "children": []}, {"name": null, "role": "AXScrollArea", "description": null, "role_description": "scroll area", "value": 0, "position": "-391.00;-244.00", "size": "405;238", "children": [{"name": null, "role": "AXOutline", "description": "tree", "role_description": "outline", "value": 0, "position": "-391.00;-244.00", "size": "403;236", "children": [{"name": null, "role": "AXRow", "description": "All", "role_description": "row", "value": 0, "position": "-391.00;-244.00", "size": "21;24", "children": [{"name": null, "role": "AXStaticText", "description": "All", "role_description": "text", "value": 0, "position": "-391.00;-244.00", "size": "21;24", "children": []}]}, {"name": null, "role": "AXRow", "description": "Non-Project Files", "role_description": "row", "value": 0, "position": "-391.00;-244.00", "size": "113;24", "children": [{"name": null, "role": "AXStaticText", "description": "Non-Project Files", "role_description": "text", "value": 0, "position": "-391.00;-244.00", "size": "113;24", "children": []}]}, {"name": null, "role": "AXRow", "description": "Open Files", "role_description": "row", "value": 0, "position": "-391.00;-244.00", "size": "71;24", "children": [{"name": null, "role": "AXStaticText", "description": "Open Files", "role_description": "text", "value": 0, "position": "-391.00;-244.00", "size": "71;24", "children": []}]}, {"name": null, "role": "AXRow", "description": "Project Files", "role_description": "row", "value": 0, "position": "-391.00;-244.00", "size": "82;24", "children": [{"name": null, "role": "AXStaticText", "description": "Project Files", "role_description": "text", "value": 0, "position": "-391.00;-244.00", "size": "82;24", "children": []}]}, {"name": null, "role": "AXRow", "description": "Scratches and Consoles", "role_description": "row", "value": 0, "position": "-391.00;-244.00", "size": "155;24", "children": [{"name": null, "role": "AXStaticText", "description": "Scratches and Consoles", "role_description": "text", "value": 0, "position": "-391.00;-244.00", "size": "155;24", "children": []}]}]}, {"name": null, "role": "AXScrollBar", "description": null, "role_description": "scroll bar", "value": 0, "position": "-391.00;-244.00", "size": "0;0", "children": []}, {"name": null, "role": "AXScrollBar", "description": null, "role_description": "scroll bar", "value": 0, "position": "-391.00;-244.00", "size": "0;0", "children": []}]}, {"name": null, "role": "AXButton", "description": "Manage Scopes…", "role_description": "button", "value": null, "position": "-391.00;-244.00", "size": "230;34", "children": []}, {"name": null, "role": "AXStaticText", "description": "Scheme:", "role_description": "text", "value": "Scheme:", "position": "-391.00;-244.00", "size": "53;17", "children": []}, {"name": null, "role": "AXPopUpButton", "description": null, "role_description": "pop up button", "value": "Dark Theme default", "position": "-391.00;-244.00", "size": "200;34", "children": [{"name": null, "role": "AXPopUpButton", "description": null, "role_description": "pop up button", "value": null, "position": "-391.00;-244.00", "size": "0;0", "children": []}]}, {"name": null, "role": "AXTextField", "description": null, "role_description": "text field", "value": "", "position": "-391.00;-244.00", "size": "200;34", "children": []}, {"name": null, "role": "AXGroup", "description": "Action Toolbar", "role_description": "group", "value": 0, "position": "-391.00;-244.00", "size": "26;34", "children": [{"name": null, "role": "AXButton", "description": "Show Scheme Actions", "role_description": "button", "value": null, "position": "-391.00;-244.00", "size": "26;24", "children": []}]}, {"name": null, "role": "AXLink", "description": "Change IDE Theme…", "role_description": "link", "value": null, "position": "-391.00;-244.00", "size": "131;17", "children": []}, {"name": null, "role": "AXImage", "description": null, "role_description": "image", "value": null, "position": "-391.00;-244.00", "size": "16;16", "children": []}, {"name": null, "role": "AXStaticText", "description": "", "role_description": "text", "value": "", "position": "-391.00;-244.00", "size": "0;0", "children": []}, {"name": null, "role": "AXScrollArea", "description": null, "role_description": "scroll area", "value": 0, "position": "-391.00;-244.00", "size": "405;528", "children": [{"name": null, "role": "AXOutline", "description": "tree", "role_description": "outline", "value": 0, "position": "-391.00;-244.00", "size": "403;526", "children": [{"name": null, "role": "AXRow", "description": "'Black' cell", "role_description": "row", "value": 0, "position": "-391.00;-244.00", "size": "70;24", "children": [{"name": null, "role": "AXStaticText", "description": "'Black' cell", "role_description": "text", "value": 0, "position": "-391.00;-244.00", "size": "70;24", "children": []}]}, {"name": null, "role": "AXRow", "description": "'White' cell", "role_description": "row", "value": 0, "position": "-391.00;-244.00", "size": "72;24", "children": [{"name": null, "role": "AXStaticText", "description": "'White' cell", "role_description": "text", "value": 0, "position": "-391.00;-244.00", "size": "72;24", "children": []}]}, {"name": null, "role": "AXRow", "description": "Background", "role_description": "row", "value": 0, "position": "-391.00;-244.00", "size": "80;24", "children": [{"name": null, "role": "AXStaticText", "description": "Background", "role_description": "text", "value": 0, "position": "-391.00;-244.00", "size": "80;24", "children": []}]}, {"name": null, "role": "AXRow", "description": "Grid line", "role_description": "row", "value": 0, "position": "-391.00;-244.00", "size": "57;24", "children": [{"name": null, "role": "AXStaticText", "description": "Grid line", "role_description": "text", "value": 0, "position": "-391.00;-244.00", "size": "57;24", "children": []}]}]}, {"name": null, "role": "AXScrollBar", "description": null, "role_description": "scroll bar", "value": 0, "position": "-391.00;-244.00", "size": "0;0", "children": []}, {"name": null, "role": "AXScrollBar", "description": null, "role_description": "scroll bar", "value": 0, "position": "-391.00;-244.00", "size": "0;0", "children": []}]}, {"name": null, "role": "AXStaticText", "description": "Scheme:", "role_description": "text", "value": "Scheme:", "position": "-391.00;-244.00", "size": "53;17", "children": []}, {"name": null, "role": "AXPopUpButton", "description": null, "role_description": "pop up button", "value": "Default", "position": "-391.00;-244.00", "size": "200;34", "children": [{"name": null, "role": "AXPopUpButton", "description": null, "role_description": "pop up button", "value": null, "position": "-391.00;-244.00", "size": "0;0", "children": []}]}, {"name": null, "role": "AXTextField", "description": null, "role_description": "text field", "value": "", "position": "-391.00;-244.00", "size": "200;34", "children": []}, {"name": null, "role": "AXGroup", "description": "Action Toolbar", "role_description": "group", "value": 0, "position": "-391.00;-244.00", "size": "26;34", "children": [{"name": null, "role": "AXButton", "description": "Show Scheme Actions", "role_description": "button", "value": null, "position": "-391.00;-244.00", "size": "26;24", "children": []}]}, {"name": null, "role": "AXStaticText", "description": "", "role_description": "text", "value": "", "position": "-391.00;-244.00", "size": "0;0", "children": []}, {"name": null, "role": "AXLink", "description": "Set from...", "role_description": "link", "value": null, "position": "-391.00;-244.00", "size": "0;0", "children": []}, {"name": null, "role": "AXImage", "description": "", "role_description": "image", "value": null, "position": "-391.00;-244.00", "size": "16;16", "children": []}, {"name": null, "role": "AXStaticText", "description": "", "role_description": "text", "value": "", "position": "-391.00;-244.00", "size": "0;0", "children": []}, {"name": null, "role": "AXLink", "description": "Disable", "role_description": "link", "value": null, "position": "-391.00;-244.00", "size": "47;17", "children": []}, {"name": null, "role": "AXStaticText", "description": "Loading...", "role_description": "text", "value": "Loading...", "position": "-391.00;-244.00", "size": "711;541", "children": []}, {"name": null, "role": "AXScrollArea", "description": null, "role_description": "scroll area", "value": 0, "position": "-391.00;-244.00", "size": "711;541", "children": [{"name": null, "role": "AXScrollBar", "description": null, "role_description": "scroll bar", "value": 0, "position": "-391.00;-244.00", "size": "0;0", "children": []}, {"name": null, "role": "AXScrollBar", "description": null, "role_description": "scroll bar", "value": 0, "position": "-391.00;-244.00", "size": "0;0", "children": []}, {"name": null, "role": "AXTabGroup", "description": "General", "role_description": "tab group", "value": "{\n    \"name\": null,\n    \"role\": \"No role\",\n    \"description\": \"\",\n    \"role_description\": \"\",\n    \"value\": null,\n    \"position\": \"\",\n    \"size\": \"\",\n    \"children\": []\n}", "position": "-391.00;-244.00", "size": "711;541", "children": [{"name": null, "role": "No role", "description": "", "role_description": "", "value": null, "position": "", "size": "", "children": []}, {"name": null, "role": "No role", "description": "", "role_description": "", "value": null, "position": "", "size": "", "children": []}, {"name": null, "role": "AXStaticText", "description": "Line separator:", "role_description": "text", "value": "Line separator:", "position": "-391.00;-244.00", "size": "92;17", "children": []}, {"name": null, "role": "AXPopUpButton", "description": "Line separator:", "role_description": "pop up button", "value": "System-Dependent", "position": "-391.00;-244.00", "size": "192;34", "children": [{"name": null, "role": "AXPopUpButton", "description": null, "role_description": "pop up button", "value": null, "position": "-391.00;-244.00", "size": "0;0", "children": [{"name": null, "role": "AXMenuItem", "description": null, "role_description": "menu item", "value": null, "position": "-391.00;-244.00", "size": "0;0", "children": [{"name": null, "role": "AXList", "description": "list", "role_description": "list", "value": 0, "position": "-391.00;-244.00", "size": "0;0", "children": [{"name": null, "role": "AXRow", "description": "System-Dependent", "role_description": "row", "value": 0, "position": "-391.00;-244.00", "size": "0;24", "children": [{"name": null, "role": "AXStaticText", "description": "System-Dependent", "role_description": "text", "value": 0, "position": "-391.00;-244.00", "size": "0;24", "children": []}]}, {"name": null, "role": "AXRow", "description": "Unix and macOS (\\n)", "role_description": "row", "value": 0, "position": "-391.00;-244.00", "size": "0;24", "children": [{"name": null, "role": "AXStaticText", "description": "Unix and macOS (\\n)", "role_description": "text", "value": 0, "position": "-391.00;-244.00", "size": "0;24", "children": []}]}, {"name": null, "role": "AXRow", "description": "Windows (\\r\\n)", "role_description": "row", "value": 0, "position": "-391.00;-244.00", "size": "0;24", "children": [{"name": null, "role": "AXStaticText", "description": "Windows (\\r\\n)", "role_description": "text", "value": 0, "position": "-391.00;-244.00", "size": "0;24", "children": []}]}, {"name": null, "role": "AXRow", "description": "Classic Mac OS (\\r)", "role_description": "row", "value": 0, "position": "-391.00;-244.00", "size": "0;24", "children": [{"name": null, "role": "AXStaticText", "description": "Classic Mac OS (\\r)", "role_description": "text", "value": 0, "position": "-391.00;-244.00", "size": "0;24", "children": []}]}]}, {"name": null, "role": "AXScrollBar", "description": null, "role_description": "scroll bar", "value": 0, "position": "-391.00;-244.00", "size": "0;0", "children": []}]}]}]}, {"name": null, "role": "AXTextField", "description": "text/html", "role_description": "text field", "value": "\nApplied to new files", "position": "-391.00;-244.00", "size": "112;15", "children": [{"name": null, "role": "AXTextField", "description": "text/html", "role_description": "text field", "value": null, "position": "-391.00;-244.00", "size": "0;0", "children": []}, {"name": null, "role": "AXTextField", "description": "text/html", "role_description": "text field", "value": null, "position": "-391.00;-244.00", "size": "112;15", "children": []}, {"name": null, "role": "AXTextField", "description": "text/html", "role_description": "text field", "value": null, "position": "-391.00;-244.00", "size": "0;15", "children": []}]}, {"name": null, "role": "AXStaticText", "description": "Hard wrap at:", "role_description": "text", "value": "Hard wrap at:", "position": "-391.00;-244.00", "size": "83;17", "children": []}, {"name": null, "role": "AXTextField", "description": "Hard wrap at:", "role_description": "text field", "value": "120", "position": "-391.00;-244.00", "size": "204;34", "children": []}, {"name": null, "role": "AXStaticText", "description": "columns", "role_description": "text", "value": "columns", "position": "-391.00;-244.00", "size": "51;17", "children": []}, {"name": null, "role": "AXCheckBox", "description": "Wrap on typing", "role_description": "checkbox", "value": 0, "position": "-391.00;-244.00", "size": "122;25", "children": []}, {"name": null, "role": "AXStaticText", "description": "Visual guides:", "role_description": "text", "value": "Visual guides:", "position": "-391.00;-244.00", "size": "85;17", "children": []}, {"name": null, "role": "AXTextField", "description": "Visual guides:", "role_description": "text field", "value": "", "position": "-391.00;-244.00", "size": "204;34", "children": []}, {"name": null, "role": "AXStaticText", "description": "columns", "role_description": "text", "value": "columns", "position": "-391.00;-244.00", "size": "51;17", "children": []}, {"name": null, "role": "AXTextField", "description": "text/html", "role_description": "text field", "value": "\nSpecify one guide (80) or several (80, 120)", "position": "-391.00;-244.00", "size": "242;15", "children": [{"name": null, "role": "AXTextField", "description": "text/html", "role_description": "text field", "value": null, "position": "-391.00;-244.00", "size": "0;0", "children": []}, {"name": null, "role": "AXTextField", "description": "text/html", "role_description": "text field", "value": null, "position": "-391.00;-244.00", "size": "242;15", "children": []}, {"name": null, "role": "AXTextField", "description": "text/html", "role_description": "text field", "value": null, "position": "-391.00;-244.00", "size": "0;15", "children": []}]}, {"name": null, "role": "AXCheckBox", "description": "Detect and use existing file indents for editing", "role_description": "checkbox", "value": 1, "position": "-391.00;-244.00", "size": "311;25", "children": []}, {"name": null, "role": "AXCheckBox", "description": "Enable EditorConfig support", "role_description": "checkbox", "value": 1, "position": "-391.00;-244.00", "size": "201;25", "children": []}, {"name": null, "role": "AXTextField", "description": "text/html", "role_description": "text field", "value": "\nEditorConfig may override the IDE code style settings", "position": "-391.00;-244.00", "size": "304;15", "children": [{"name": null, "role": "AXTextField", "description": "text/html", "role_description": "text field", "value": null, "position": "-391.00;-244.00", "size": "0;0", "children": []}, {"name": null, "role": "AXTextField", "description": "text/html", "role_description": "text field", "value": null, "position": "-391.00;-244.00", "size": "304;15", "children": []}, {"name": null, "role": "AXTextField", "description": "text/html", "role_description": "text field", "value": null, "position": "-391.00;-244.00", "size": "0;15", "children": []}]}]}]}, {"name": null, "role": "AXStaticText", "description": "Scheme:", "role_description": "text", "value": "Scheme:", "position": "-391.00;-244.00", "size": "53;17", "children": []}, {"name": null, "role": "AXPopUpButton", "description": null, "role_description": "pop up button", "value": "Default", "position": "-391.00;-244.00", "size": "200;34", "children": [{"name": null, "role": "AXPopUpButton", "description": null, "role_description": "pop up button", "value": null, "position": "-391.00;-244.00", "size": "0;0", "children": []}]}, {"name": null, "role": "AXTextField", "description": null, "role_description": "text field", "value": "", "position": "-391.00;-244.00", "size": "200;34", "children": []}, {"name": null, "role": "AXGroup", "description": "Action Toolbar", "role_description": "group", "value": 0, "position": "-391.00;-244.00", "size": "26;34", "children": [{"name": null, "role": "AXButton", "description": "Show Scheme Actions", "role_description": "button", "value": null, "position": "-391.00;-244.00", "size": "26;24", "children": []}]}, {"name": null, "role": "AXStaticText", "description": "", "role_description": "text", "value": "", "position": "-391.00;-244.00", "size": "0;0", "children": []}, {"name": null, "role": "AXLink", "description": "Set from...", "role_description": "link", "value": null, "position": "-391.00;-244.00", "size": "66;17", "children": []}, {"name": null, "role": "AXImage", "description": "", "role_description": "image", "value": null, "position": "-391.00;-244.00", "size": "16;16", "children": []}, {"name": null, "role": "AXStaticText", "description": "", "role_description": "text", "value": "", "position": "-391.00;-244.00", "size": "0;0", "children": []}, {"name": null, "role": "AXLink", "description": "Disable", "role_description": "link", "value": null, "position": "-391.00;-244.00", "size": "47;17", "children": []}, {"name": null, "role": "AXStaticText", "description": "Loading...", "role_description": "text", "value": "Loading...", "position": "-391.00;-244.00", "size": "711;536", "children": []}, {"name": null, "role": "AXTabGroup", "description": "Tabs and Indents", "role_description": "tab group", "value": "{\n    \"name\": null,\n    \"role\": \"No role\",\n    \"description\": \"\",\n    \"role_description\": \"\",\n    \"value\": null,\n    \"position\": \"\",\n    \"size\": \"\",\n    \"children\": []\n}", "position": "-391.00;-244.00", "size": "711;536", "children": [{"name": null, "role": "No role", "description": "", "role_description": "", "value": null, "position": "", "size": "", "children": []}, {"name": null, "role": "No role", "description": "", "role_description": "", "value": null, "position": "", "size": "", "children": []}, {"name": null, "role": "No role", "description": "", "role_description": "", "value": null, "position": "", "size": "", "children": []}, {"name": null, "role": "No role", "description": "", "role_description": "", "value": null, "position": "", "size": "", "children": []}, {"name": null, "role": "No role", "description": "", "role_description": "", "value": null, "position": "", "size": "", "children": []}, {"name": null, "role": "No role", "description": "", "role_description": "", "value": null, "position": "", "size": "", "children": []}, {"name": null, "role": "No role", "description": "", "role_description": "", "value": null, "position": "", "size": "", "children": []}, {"name": null, "role": "No role", "description": "", "role_description": "", "value": null, "position": "", "size": "", "children": []}, {"name": null, "role": "No role", "description": "", "role_description": "", "value": null, "position": "", "size": "", "children": []}, {"name": null, "role": "No role", "description": "", "role_description": "", "value": null, "position": "", "size": "", "children": []}, {"name": null, "role": "No role", "description": "", "role_description": "", "value": null, "position": "", "size": "", "children": []}, {"name": null, "role": "AXScrollArea", "description": null, "role_description": "scroll area", "value": 0, "position": "-391.00;-244.00", "size": "241;507", "children": [{"name": null, "role": "AXCheckBox", "description": "Use tab character", "role_description": "checkbox", "value": 0, "position": "-391.00;-244.00", "size": "138;25", "children": []}, {"name": null, "role": "AXCheckBox", "description": "Smart tabs", "role_description": "checkbox", "value": 0, "position": "-391.00;-244.00", "size": "95;25", "children": []}, {"name": null, "role": "AXStaticText", "description": "Tab size:", "role_description": "text", "value": "Tab size:", "position": "-391.00;-244.00", "size": "142;17", "children": []}, {"name": null, "role": "AXTextField", "description": "Tab size:", "role_description": "text field", "value": "4", "position": "-391.00;-244.00", "size": "68;34", "children": []}, {"name": null, "role": "AXStaticText", "description": "Indent:", "role_description": "text", "value": "Indent:", "position": "-391.00;-244.00", "size": "142;17", "children": []}, {"name": null, "role": "AXTextField", "description": "Indent:", "role_description": "text field", "value": "4", "position": "-391.00;-244.00", "size": "68;34", "children": []}, {"name": null, "role": "AXStaticText", "description": "Continuation indent:", "role_description": "text", "value": "Continuation indent:", "position": "-391.00;-244.00", "size": "142;17", "children": []}, {"name": null, "role": "AXTextField", "description": "Continuation indent:", "role_description": "text field", "value": "8", "position": "-391.00;-244.00", "size": "68;34", "children": []}, {"name": null, "role": "AXCheckBox", "description": "Keep indents on empty lines", "role_description": "checkbox", "value": 0, "position": "-391.00;-244.00", "size": "202;25", "children": []}, {"name": null, "role": "AXScrollBar", "description": null, "role_description": "scroll bar", "value": 0, "position": "-391.00;-244.00", "size": "0;0", "children": []}, {"name": null, "role": "AXScrollBar", "description": null, "role_description": "scroll bar", "value": 0, "position": "-391.00;-244.00", "size": "0;0", "children": []}]}, {"name": null, "role": "AXScrollArea", "description": null, "role_description": "scroll area", "value": 0, "position": "-391.00;-244.00", "size": "467;507", "children": [{"name": null, "role": "AXScrollBar", "description": null, "role_description": "scroll bar", "value": 0, "position": "-391.00;-244.00", "size": "14;507", "children": []}, {"name": null, "role": "AXScrollBar", "description": null, "role_description": "scroll bar", "value": 0, "position": "-391.00;-244.00", "size": "0;0", "children": []}, {"name": null, "role": "AXGroup", "description": "", "role_description": "group", "value": 0, "position": "-391.00;-244.00", "size": "0;0", "children": []}, {"name": null, "role": "AXStaticText", "description": "", "role_description": "text", "value": "", "position": "-391.00;-244.00", "size": "0;0", "children": []}, {"name": null, "role": "AXGroup", "description": null, "role_description": "group", "value": 0, "position": "-391.00;-244.00", "size": "0;507", "children": []}, {"name": null, "role": "AXTextArea", "description": "Editor", "role_description": "text entry area", "value": "def foo():\n    print('bar')\n\n\ndef long_function_name(\n        var_one, var_two, var_three,\n        var_four):\n    print(var_one)\n", "position": "-391.00;-244.00", "size": "467;507", "children": []}]}]}, {"name": null, "role": "AXStaticText", "description": "Scheme:", "role_description": "text", "value": "Scheme:", "position": "-391.00;-244.00", "size": "53;17", "children": []}, {"name": null, "role": "AXPopUpButton", "description": null, "role_description": "pop up button", "value": "Default", "position": "-391.00;-244.00", "size": "200;34", "children": [{"name": null, "role": "AXPopUpButton", "description": null, "role_description": "pop up button", "value": null, "position": "-391.00;-244.00", "size": "0;0", "children": []}]}, {"name": null, "role": "AXTextField", "description": null, "role_description": "text field", "value": "", "position": "-391.00;-244.00", "size": "200;34", "children": []}, {"name": null, "role": "AXGroup", "description": "Action Toolbar", "role_description": "group", "value": 0, "position": "-391.00;-244.00", "size": "26;34", "children": [{"name": null, "role": "AXButton", "description": "Show Scheme Actions", "role_description": "button", "value": null, "position": "-391.00;-244.00", "size": "26;24", "children": []}]}, {"name": null, "role": "AXStaticText", "description": "", "role_description": "text", "value": "", "position": "-391.00;-244.00", "size": "0;0", "children": []}, {"name": null, "role": "AXLink", "description": "Set from...", "role_description": "link", "value": null, "position": "-391.00;-244.00", "size": "66;17", "children": []}, {"name": null, "role": "AXImage", "description": "", "role_description": "image", "value": null, "position": "-391.00;-244.00", "size": "16;16", "children": []}, {"name": null, "role": "AXStaticText", "description": "", "role_description": "text", "value": "", "position": "-391.00;-244.00", "size": "0;0", "children": []}, {"name": null, "role": "AXLink", "description": "Disable", "role_description": "link", "value": null, "position": "-391.00;-244.00", "size": "47;17", "children": []}, {"name": null, "role": "AXStaticText", "description": "Loading...", "role_description": "text", "value": "Loading...", "position": "-391.00;-244.00", "size": "711;536", "children": []}, {"name": null, "role": "AXTabGroup", "description": "Spaces", "role_description": "tab group", "value": "{\n    \"name\": null,\n    \"role\": \"No role\",\n    \"description\": \"\",\n    \"role_description\": \"\",\n    \"value\": null,\n    \"position\": \"\",\n    \"size\": \"\",\n    \"children\": []\n}", "position": "-391.00;-244.00", "size": "711;536", "children": [{"name": null, "role": "No role", "description": "", "role_description": "", "value": null, "position": "", "size": "", "children": []}, {"name": null, "role": "No role", "description": "", "role_description": "", "value": null, "position": "", "size": "", "children": []}, {"name": null, "role": "No role", "description": "", "role_description": "", "value": null, "position": "", "size": "", "children": []}, {"name": null, "role": "No role", "description": "", "role_description": "", "value": null, "position": "", "size": "", "children": []}, {"name": null, "role": "No role", "description": "", "role_description": "", "value": null, "position": "", "size": "", "children": []}, {"name": null, "role": "No role", "description": "", "role_description": "", "value": null, "position": "", "size": "", "children": []}, {"name": null, "role": "No role", "description": "", "role_description": "", "value": null, "position": "", "size": "", "children": []}, {"name": null, "role": "AXScrollArea", "description": null, "role_description": "scroll area", "value": 0, "position": "-391.00;-244.00", "size": "186;507", "children": [{"name": null, "role": "AXOutline", "description": "tree", "role_description": "outline", "value": 0, "position": "-391.00;-244.00", "size": "186;507", "children": [{"name": null, "role": "AXRow", "description": null, "role_description": "row", "value": 0, "position": "-391.00;-244.00", "size": "118;24", "children": [{"name": null, "role": "AXCheckBox", "description": "", "role_description": "checkbox", "value": 0, "position": "-391.00;-244.00", "size": "24;24", "children": []}, {"name": null, "role": "AXStaticText", "description": "After ':'", "role_description": "text", "value": "After ':'", "position": "-391.00;-244.00", "size": "86;21", "children": []}]}, {"name": null, "role": "AXRow", "description": null, "role_description": "row", "value": 0, "position": "-391.00;-244.00", "size": "138;24", "children": [{"name": null, "role": "AXCheckBox", "description": "", "role_description": "checkbox", "value": 1, "position": "-391.00;-244.00", "size": "24;24", "children": []}, {"name": null, "role": "AXStaticText", "description": "Around separator", "role_description": "text", "value": "Around separator", "position": "-391.00;-244.00", "size": "86;21", "children": []}]}, {"name": null, "role": "AXRow", "description": null, "role_description": "row", "value": 0, "position": "-391.00;-244.00", "size": "84;24", "children": [{"name": null, "role": "AXCheckBox", "description": "", "role_description": "checkbox", "value": 0, "position": "-391.00;-244.00", "size": "24;24", "children": []}, {"name": null, "role": "AXStaticText", "description": "Before ':'", "role_description": "text", "value": "Before ':'", "position": "-391.00;-244.00", "size": "86;21", "children": []}]}, {"name": null, "role": "AXRow", "description": null, "role_description": "row", "value": 0, "position": "-391.00;-244.00", "size": "74;24", "children": [{"name": null, "role": "AXCheckBox", "description": "", "role_description": "checkbox", "value": 0, "position": "-391.00;-244.00", "size": "24;24", "children": []}, {"name": null, "role": "AXStaticText", "description": "After ':'", "role_description": "text", "value": "After ':'", "position": "-391.00;-244.00", "size": "86;21", "children": []}]}, {"name": null, "role": "AXRow", "description": null, "role_description": "row", "value": 0, "position": "-391.00;-244.00", "size": "42;24", "children": [{"name": null, "role": "AXCheckBox", "description": "", "role_description": "checkbox", "value": 1, "position": "-391.00;-244.00", "size": "24;24", "children": []}, {"name": null, "role": "AXStaticText", "description": "After comma", "role_description": "text", "value": "After comma", "position": "-391.00;-244.00", "size": "86;21", "children": []}]}, {"name": null, "role": "AXRow", "description": null, "role_description": "row", "value": 0, "position": "-391.00;-244.00", "size": "120;24", "children": [{"name": null, "role": "AXCheckBox", "description": "", "role_description": "checkbox", "value": 0, "position": "-391.00;-244.00", "size": "24;24", "children": []}, {"name": null, "role": "AXStaticText", "description": "Before comma", "role_description": "text", "value": "Before comma", "position": "-391.00;-244.00", "size": "86;21", "children": []}]}, {"name": null, "role": "AXRow", "description": null, "role_description": "row", "value": 0, "position": "-391.00;-244.00", "size": "110;24", "children": [{"name": null, "role": "AXCheckBox", "description": "", "role_description": "checkbox", "value": 1, "position": "-391.00;-244.00", "size": "24;24", "children": []}, {"name": null, "role": "AXStaticText", "description": "After comma", "role_description": "text", "value": "After comma", "position": "-391.00;-244.00", "size": "86;21", "children": []}]}]}, {"name": null, "role": "AXScrollBar", "description": null, "role_description": "scroll bar", "value": 0, "position": "-391.00;-244.00", "size": "0;0", "children": []}, {"name": null, "role": "AXScrollBar", "description": null, "role_description": "scroll bar", "value": 0, "position": "-391.00;-244.00", "size": "0;0", "children": []}]}, {"name": null, "role": "AXScrollArea", "description": null, "role_description": "scroll area", "value": 0, "position": "-391.00;-244.00", "size": "522;507", "children": [{"name": null, "role": "AXScrollBar", "description": null, "role_description": "scroll bar", "value": 0, "position": "-391.00;-244.00", "size": "14;507", "children": []}, {"name": null, "role": "AXScrollBar", "description": null, "role_description": "scroll bar", "value": 0, "position": "-391.00;-244.00", "size": "0;0", "children": []}, {"name": null, "role": "AXGroup", "description": "", "role_description": "group", "value": 0, "position": "-391.00;-244.00", "size": "0;0", "children": []}, {"name": null, "role": "AXStaticText", "description": "", "role_description": "text", "value": "", "position": "-391.00;-244.00", "size": "0;0", "children": []}, {"name": null, "role": "AXGroup", "description": null, "role_description": "group", "value": 0, "position": "-391.00;-244.00", "size": "0;507", "children": []}, {"name": null, "role": "AXTextArea", "description": "Editor", "role_description": "text entry area", "value": "root = true\n\n[foo]\ncharset = utf-8\nkey = value1, value2, value3\nkey2 = value4:value5\n; another comment\n", "position": "-391.00;-244.00", "size": "522;507", "children": []}]}]}, {"name": null, "role": "AXStaticText", "description": "Scheme:", "role_description": "text", "value": "Scheme:", "position": "-391.00;-244.00", "size": "53;17", "children": []}, {"name": null, "role": "AXPopUpButton", "description": null, "role_description": "pop up button", "value": "Default", "position": "-391.00;-244.00", "size": "200;34", "children": [{"name": null, "role": "AXPopUpButton", "description": null, "role_description": "pop up button", "value": null, "position": "-391.00;-244.00", "size": "0;0", "children": []}]}, {"name": null, "role": "AXTextField", "description": null, "role_description": "text field", "value": "", "position": "-391.00;-244.00", "size": "200;34", "children": []}, {"name": null, "role": "AXGroup", "description": "Action Toolbar", "role_description": "group", "value": 0, "position": "-391.00;-244.00", "size": "26;34", "children": [{"name": null, "role": "AXButton", "description": "Show Scheme Actions", "role_description": "button", "value": null, "position": "-391.00;-244.00", "size": "26;24", "children": []}]}, {"name": null, "role": "AXStaticText", "description": "", "role_description": "text", "value": "", "position": "-391.00;-244.00", "size": "0;0", "children": []}, {"name": null, "role": "AXLink", "description": "Set from...", "role_description": "link", "value": null, "position": "-391.00;-244.00", "size": "66;17", "children": []}, {"name": null, "role": "AXImage", "description": "", "role_description": "image", "value": null, "position": "-391.00;-244.00", "size": "16;16", "children": []}, {"name": null, "role": "AXStaticText", "description": "", "role_description": "text", "value": "", "position": "-391.00;-244.00", "size": "0;0", "children": []}, {"name": null, "role": "AXLink", "description": "Disable", "role_description": "link", "value": null, "position": "-391.00;-244.00", "size": "47;17", "children": []}, {"name": null, "role": "AXStaticText", "description": "Loading...", "role_description": "text", "value": "Loading...", "position": "-391.00;-244.00", "size": "711;536", "children": []}, {"name": null, "role": "AXTabGroup", "description": "Tabs and Indents", "role_description": "tab group", "value": "{\n    \"name\": null,\n    \"role\": \"No role\",\n    \"description\": \"\",\n    \"role_description\": \"\",\n    \"value\": null,\n    \"position\": \"\",\n    \"size\": \"\",\n    \"children\": []\n}", "position": "-391.00;-244.00", "size": "711;536", "children": [{"name": null, "role": "No role", "description": "", "role_description": "", "value": null, "position": "", "size": "", "children": []}, {"name": null, "role": "No role", "description": "", "role_description": "", "value": null, "position": "", "size": "", "children": []}, {"name": null, "role": "No role", "description": "", "role_description": "", "value": null, "position": "", "size": "", "children": []}, {"name": null, "role": "No role", "description": "", "role_description": "", "value": null, "position": "", "size": "", "children": []}, {"name": null, "role": "No role", "description": "", "role_description": "", "value": null, "position": "", "size": "", "children": []}, {"name": null, "role": "No role", "description": "", "role_description": "", "value": null, "position": "", "size": "", "children": []}, {"name": null, "role": "No role", "description": "", "role_description": "", "value": null, "position": "", "size": "", "children": []}, {"name": null, "role": "No role", "description": "", "role_description": "", "value": null, "position": "", "size": "", "children": []}, {"name": null, "role": "No role", "description": "", "role_description": "", "value": null, "position": "", "size": "", "children": []}, {"name": null, "role": "AXScrollArea", "description": null, "role_description": "scroll area", "value": 0, "position": "-391.00;-244.00", "size": "384;507", "children": [{"name": null, "role": "AXCheckBox", "description": "Use tab character", "role_description": "checkbox", "value": 0, "position": "-391.00;-244.00", "size": "138;25", "children": []}, {"name": null, "role": "AXCheckBox", "description": "Smart tabs", "role_description": "checkbox", "value": 0, "position": "-391.00;-244.00", "size": "95;25", "children": []}, {"name": null, "role": "AXStaticText", "description": "Tab size:", "role_description": "text", "value": "Tab size:", "position": "-391.00;-244.00", "size": "213;17", "children": []}, {"name": null, "role": "AXTextField", "description": "Tab size:", "role_description": "text field", "value": "4", "position": "-391.00;-244.00", "size": "140;34", "children": []}, {"name": null, "role": "AXStaticText", "description": "Indent:", "role_description": "text", "value": "Indent:", "position": "-391.00;-244.00", "size": "213;17", "children": []}, {"name": null, "role": "AXTextField", "description": "Indent:", "role_description": "text field", "value": "4", "position": "-391.00;-244.00", "size": "140;34", "children": []}, {"name": null, "role": "AXStaticText", "description": "Continuation indent:", "role_description": "text", "value": "Continuation indent:", "position": "-391.00;-244.00", "size": "213;17", "children": []}, {"name": null, "role": "AXTextField", "description": "Continuation indent:", "role_description": "text field", "value": "8", "position": "-391.00;-244.00", "size": "140;34", "children": []}, {"name": null, "role": "AXCheckBox", "description": "Keep indents on empty lines", "role_description": "checkbox", "value": 0, "position": "-391.00;-244.00", "size": "202;25", "children": []}, {"name": null, "role": "AXCheckBox", "description": "Use HTML indents within <style> and <script> tags", "role_description": "checkbox", "value": 0, "position": "-391.00;-244.00", "size": "345;25", "children": []}, {"name": null, "role": "AXScrollBar", "description": null, "role_description": "scroll bar", "value": 0, "position": "-391.00;-244.00", "size": "0;0", "children": []}, {"name": null, "role": "AXScrollBar", "description": null, "role_description": "scroll bar", "value": 0, "position": "-391.00;-244.00", "size": "0;0", "children": []}]}, {"name": null, "role": "AXScrollArea", "description": null, "role_description": "scroll area", "value": 0, "position": "-391.00;-244.00", "size": "324;507", "children": [{"name": null, "role": "AXScrollBar", "description": null, "role_description": "scroll bar", "value": 0, "position": "-391.00;-244.00", "size": "14;507", "children": []}, {"name": null, "role": "AXScrollBar", "description": null, "role_description": "scroll bar", "value": 0, "position": "-391.00;-244.00", "size": "310;14", "children": []}, {"name": null, "role": "AXGroup", "description": "", "role_description": "group", "value": 0, "position": "-391.00;-244.00", "size": "0;0", "children": []}, {"name": null, "role": "AXStaticText", "description": "", "role_description": "text", "value": "", "position": "-391.00;-244.00", "size": "0;0", "children": []}, {"name": null, "role": "AXGroup", "description": null, "role_description": "group", "value": 0, "position": "-391.00;-244.00", "size": "0;3322", "children": []}, {"name": null, "role": "AXTextArea", "description": "Editor", "role_description": "text entry area", "value": "<!DOCTYPE html>\n<html lang=\"en\">\n<head>\n    <title>WebStorm: The Smartest JavaScript IDE by JetBrains</title>\n    <meta charset=\"utf-8\">\n    <meta http-equiv=\"x-ua-compatible\"\n          content=\"IE=edge\">\n    <meta\n            name=\"viewport\"\n            content=\"width=device-width, maximum-scale=1\">\n    <link href=\"/favicon-32x32.png\" rel=\"icon\" sizes=\"32x32\" type=\"image/png\">\n    <link rel=\"canonical\" href=\"https://www.jetbrains.com/webstorm/\"/>        <!-- .117-->\n    <meta class=\"local\"\n          content=\"A powerful IDE for modern JavaScript development with code completion and refactoring for JavaScript, TypeScript, and the most popular web frameworks.\"\n          name=\"description\">\n    <script>\n        \n            var current_lang = 'en-us';\n                                                    var i18n_info = {\"current_lang\": \"en-us\", \"languages\": [{\n                                                    \"code\": \"en-us\", \"label\": \"English\"}, {\n                                                    \"code\": \"de-de\", \"label\": \"Deutsch\"}]};\n            var english_only_url_p\n                 </script>\n            <link href=\"/_assets/common.c3adb5a646375587a942.css\" rel=\"stylesheet\" type=\"\n    text/css\"\n        >\n  <style>\n    .page__beam._beam-1{-webkit-transform:translate(-40px,-700px);transform:translate(-40px,-700px)}.page__beam._beam-1 svg{position:absolute;left:50%;width:1244px;height:1250p\n    argin-le\n22px}\n  </style>\n    </head>\n\n<body class=\"nojs  \">\n<div class=\"\n    page\">\n                <div\n        class=\"page__header\">\n                <header class=\"menu-main\n                header\" id=\"js-menu-main\">\n<div class=\"wt-container\">\n<div class=\"wt-row w\n                    -row_nowrap wt-row_size_s wt-r\n                        w_align-items_center\">\n<div class=\"wt-col-aut\n                    -fill\">\n<a class=\"menu-main__logo-link\" href=\"/\"></a>\n</div>\n<div class=\"wt-co\n                         -inline wt-display-md-none men\n                    -main-skeleton-text-1\" style=\"min-width: 69px\"></div>\n<div class=\"wt-co\n                         -inline wt-display-md-none men\n                    -main-skeleton-text-1\" style=\"min-width: 81px\"></div>\n<div class=\"wt-co\n                         -inline wt-display-md-none men\n                    -main-skeleton-text-1\" style=\"min-width: 46px\"></div>\n<div\n                    class=\"wt-col-inline menu-main-skeleton-button\"></div>\n<div\n                class=\"\n            wt-col\n        inline me\n\n\n        n-skeleton-button\"></div>\n</div>\n</div>\n</header>\n\n\n\n  <div class=\"menu-second \" id=\"\n                js-menu-second\">\n\n    <div class=\"wt-container\">\n        <div id=\"\n                    js-menu-second-mobile-wrapper\" class=\"\n                        wt-display-none\">\n            <div id=\"js-menu-second-mobile\">\n                <div class=\"\n                            menu-second-mobile wt-row wt-row_size_m wt-row_align-items_center wt-row_justify_between \">\n                    <div class=\"wt-col-inline menu-second-skeleton-text-2\" style=\"max-width: 120px\"></div>\n                    <div\n                class=\"wt-col-inline m\n\n                -skeleton-button\" style=\"max-width: 80px\"></div>\n                </div>\n            </div>\n        </div>\n\n        <div id=\"js-menu\n                    op\" class=\"menu-second-desktop\n                               wt-row wt-row_size_0 wt-r\n                           r\">\n            <div class=\"wt-col-auto-fill\">\n                <a class=\"menu-second-title-box\"\n                   href=\"/webstorm/\">\n                                            <span class=\"menu-second-title-box__logo  jetbrains-l\n                                    go\">\n                            <svg class=\"_webstorm sprite-img\" xmlns:xlink=\"\n\n                            http://www.w3.org/1999/xlink\"><use xlink:href=\"#webstorm\"></use></svg>\n                        </span>\n\n                    <span class=\"\n\n                    menu-second-title-box__title wt-h3  \">WebStorm</span>\n                </a>\n            </div>\n\n                                                        <\n                    a href=\"\n                    /webstorm/whatsnew/\"\n                       class=\"wt-col-inline wt-text-2  wt-text-2_hardness_average menu-second__link\">\n                        What&#39;s New\n                                            </a>\n<a href=\"/webstorm/features/\"\n                       class=\"wt-col-inline wt-text-2  wt-text-2_hardness_average menu-second__link\">\n                        Features\n                                            </a>\n                                                        <a href=\"/webstorm/social/\"\n                       class=\"wt-col-inline wt-text-2  wt-text-2_hardness_average menu-second__link\">\n                        Blog &amp; Social\n                                            </a>\n                                                        <a href=\"/webstorm/buy/\"\n                       class=\"wt-col-inline wt-text-2  wt-text-2_hardness_average menu-second__link\">\n                        Buy\n                                            </a>\n                            <a href=\"\n\n\n            /webs\n        orm/download/\"\n                   class=\"wt-col-inline menu-second__download-button wt-button wt-button_size_s\n                     wt-button_mode_primary\">\n                    Download\n                </a>\n\n                    </div>\n\n\n\n    </div>\n</div>\n            </div>\n</div>\n</body>\n</html>\n", "position": "-391.00;-244.00", "size": "1372;3322", "children": []}]}]}, {"name": null, "role": "AXStaticText", "description": "Scheme:", "role_description": "text", "value": "Scheme:", "position": "-391.00;-244.00", "size": "53;17", "children": []}, {"name": null, "role": "AXPopUpButton", "description": null, "role_description": "pop up button", "value": "Default", "position": "-391.00;-244.00", "size": "200;34", "children": [{"name": null, "role": "AXPopUpButton", "description": null, "role_description": "pop up button", "value": null, "position": "-391.00;-244.00", "size": "0;0", "children": []}]}, {"name": null, "role": "AXTextField", "description": null, "role_description": "text field", "value": "", "position": "-391.00;-244.00", "size": "200;34", "children": []}, {"name": null, "role": "AXGroup", "description": "Action Toolbar", "role_description": "group", "value": 0, "position": "-391.00;-244.00", "size": "26;34", "children": [{"name": null, "role": "AXButton", "description": "Show Scheme Actions", "role_description": "button", "value": null, "position": "-391.00;-244.00", "size": "26;24", "children": []}]}, {"name": null, "role": "AXStaticText", "description": "", "role_description": "text", "value": "", "position": "-391.00;-244.00", "size": "0;0", "children": []}, {"name": null, "role": "AXLink", "description": "Set from...", "role_description": "link", "value": null, "position": "-391.00;-244.00", "size": "66;17", "children": []}, {"name": null, "role": "AXImage", "description": "", "role_description": "image", "value": null, "position": "-391.00;-244.00", "size": "16;16", "children": []}, {"name": null, "role": "AXStaticText", "description": "", "role_description": "text", "value": "", "position": "-391.00;-244.00", "size": "0;0", "children": []}, {"name": null, "role": "AXLink", "description": "Disable", "role_description": "link", "value": null, "position": "-391.00;-244.00", "size": "47;17", "children": []}, {"name": null, "role": "AXStaticText", "description": "Loading...", "role_description": "text", "value": "Loading...", "position": "-391.00;-244.00", "size": "711;536", "children": []}, {"name": null, "role": "AXTabGroup", "description": "Tabs and Indents", "role_description": "tab group", "value": "{\n    \"name\": null,\n    \"role\": \"No role\",\n    \"description\": \"\",\n    \"role_description\": \"\",\n    \"value\": null,\n    \"position\": \"\",\n    \"size\": \"\",\n    \"children\": []\n}", "position": "-391.00;-244.00", "size": "711;536", "children": [{"name": null, "role": "No role", "description": "", "role_description": "", "value": null, "position": "", "size": "", "children": []}, {"name": null, "role": "No role", "description": "", "role_description": "", "value": null, "position": "", "size": "", "children": []}, {"name": null, "role": "No role", "description": "", "role_description": "", "value": null, "position": "", "size": "", "children": []}, {"name": null, "role": "No role", "description": "", "role_description": "", "value": null, "position": "", "size": "", "children": []}, {"name": null, "role": "No role", "description": "", "role_description": "", "value": null, "position": "", "size": "", "children": []}, {"name": null, "role": "No role", "description": "", "role_description": "", "value": null, "position": "", "size": "", "children": []}, {"name": null, "role": "No role", "description": "", "role_description": "", "value": null, "position": "", "size": "", "children": []}, {"name": null, "role": "No role", "description": "", "role_description": "", "value": null, "position": "", "size": "", "children": []}, {"name": null, "role": "No role", "description": "", "role_description": "", "value": null, "position": "", "size": "", "children": []}, {"name": null, "role": "AXScrollArea", "description": null, "role_description": "scroll area", "value": 0, "position": "-391.00;-244.00", "size": "241;507", "children": [{"name": null, "role": "AXCheckBox", "description": "Use tab character", "role_description": "checkbox", "value": 0, "position": "-391.00;-244.00", "size": "138;25", "children": []}, {"name": null, "role": "AXCheckBox", "description": "Smart tabs", "role_description": "checkbox", "value": 0, "position": "-391.00;-244.00", "size": "95;25", "children": []}, {"name": null, "role": "AXStaticText", "description": "Tab size:", "role_description": "text", "value": "Tab size:", "position": "-391.00;-244.00", "size": "142;17", "children": []}, {"name": null, "role": "AXTextField", "description": "Tab size:", "role_description": "text field", "value": "4", "position": "-391.00;-244.00", "size": "68;34", "children": []}, {"name": null, "role": "AXStaticText", "description": "Indent:", "role_description": "text", "value": "Indent:", "position": "-391.00;-244.00", "size": "142;17", "children": []}, {"name": null, "role": "AXTextField", "description": "Indent:", "role_description": "text field", "value": "2", "position": "-391.00;-244.00", "size": "68;34", "children": []}, {"name": null, "role": "AXStaticText", "description": "Continuation indent:", "role_description": "text", "value": "Continuation indent:", "position": "-391.00;-244.00", "size": "142;17", "children": []}, {"name": null, "role": "AXTextField", "description": "Continuation indent:", "role_description": "text field", "value": "8", "position": "-391.00;-244.00", "size": "68;34", "children": []}, {"name": null, "role": "AXCheckBox", "description": "Keep indents on empty lines", "role_description": "checkbox", "value": 0, "position": "-391.00;-244.00", "size": "202;25", "children": []}, {"name": null, "role": "AXScrollBar", "description": null, "role_description": "scroll bar", "value": 0, "position": "-391.00;-244.00", "size": "0;0", "children": []}, {"name": null, "role": "AXScrollBar", "description": null, "role_description": "scroll bar", "value": 0, "position": "-391.00;-244.00", "size": "0;0", "children": []}]}, {"name": null, "role": "AXScrollArea", "description": null, "role_description": "scroll area", "value": 0, "position": "-391.00;-244.00", "size": "467;507", "children": [{"name": null, "role": "AXScrollBar", "description": null, "role_description": "scroll bar", "value": 0, "position": "-391.00;-244.00", "size": "14;507", "children": []}, {"name": null, "role": "AXScrollBar", "description": null, "role_description": "scroll bar", "value": 0, "position": "-391.00;-244.00", "size": "0;0", "children": []}, {"name": null, "role": "AXGroup", "description": "", "role_description": "group", "value": 0, "position": "-391.00;-244.00", "size": "0;0", "children": []}, {"name": null, "role": "AXStaticText", "description": "", "role_description": "text", "value": "", "position": "-391.00;-244.00", "size": "0;0", "children": []}, {"name": null, "role": "AXGroup", "description": null, "role_description": "group", "value": 0, "position": "-391.00;-244.00", "size": "0;507", "children": []}, {"name": null, "role": "AXTextArea", "description": "Editor", "role_description": "text entry area", "value": "{\n  \"json literals are\": {\n    \"strings\": [\n      \"foo\",\n      \"bar\",\n      \"\\u0062\\u0061\\u0072\"\n    ],\n    \"numbers\": [\n      42,\n      6.62606975e-34\n    ],\n    \"boolean values\": [\n      true,\n      false,\n    ],\n    \"objects\": {\n      \"null\": null,\n      \"another\": null,\n    }\n  }\n}", "position": "-391.00;-244.00", "size": "467;507", "children": []}]}]}, {"name": null, "role": "AXStaticText", "description": "Scheme:", "role_description": "text", "value": "Scheme:", "position": "-391.00;-244.00", "size": "53;17", "children": []}, {"name": null, "role": "AXPopUpButton", "description": null, "role_description": "pop up button", "value": "Default", "position": "-391.00;-244.00", "size": "200;34", "children": [{"name": null, "role": "AXPopUpButton", "description": null, "role_description": "pop up button", "value": null, "position": "-391.00;-244.00", "size": "0;0", "children": []}]}, {"name": null, "role": "AXTextField", "description": null, "role_description": "text field", "value": "", "position": "-391.00;-244.00", "size": "200;34", "children": []}, {"name": null, "role": "AXGroup", "description": "Action Toolbar", "role_description": "group", "value": 0, "position": "-391.00;-244.00", "size": "26;34", "children": [{"name": null, "role": "AXButton", "description": "Show Scheme Actions", "role_description": "button", "value": null, "position": "-391.00;-244.00", "size": "26;24", "children": []}]}, {"name": null, "role": "AXStaticText", "description": "", "role_description": "text", "value": "", "position": "-391.00;-244.00", "size": "0;0", "children": []}, {"name": null, "role": "AXLink", "description": "Set from...", "role_description": "link", "value": null, "position": "-391.00;-244.00", "size": "66;17", "children": []}, {"name": null, "role": "AXImage", "description": "", "role_description": "image", "value": null, "position": "-391.00;-244.00", "size": "16;16", "children": []}, {"name": null, "role": "AXStaticText", "description": "", "role_description": "text", "value": "", "position": "-391.00;-244.00", "size": "0;0", "children": []}, {"name": null, "role": "AXLink", "description": "Disable", "role_description": "link", "value": null, "position": "-391.00;-244.00", "size": "47;17", "children": []}, {"name": null, "role": "AXStaticText", "description": "Loading...", "role_description": "text", "value": "Loading...", "position": "-391.00;-244.00", "size": "711;536", "children": []}, {"name": null, "role": "AXTabGroup", "description": "Wrapping and Braces", "role_description": "tab group", "value": "{\n    \"name\": null,\n    \"role\": \"No role\",\n    \"description\": \"\",\n    \"role_description\": \"\",\n    \"value\": null,\n    \"position\": \"\",\n    \"size\": \"\",\n    \"children\": []\n}", "position": "-391.00;-244.00", "size": "711;536", "children": [{"name": null, "role": "No role", "description": "", "role_description": "", "value": null, "position": "", "size": "", "children": []}, {"name": null, "role": "No role", "description": "", "role_description": "", "value": null, "position": "", "size": "", "children": []}, {"name": null, "role": "No role", "description": "", "role_description": "", "value": null, "position": "", "size": "", "children": []}, {"name": null, "role": "No role", "description": "", "role_description": "", "value": null, "position": "", "size": "", "children": []}, {"name": null, "role": "No role", "description": "", "role_description": "", "value": null, "position": "", "size": "", "children": []}, {"name": null, "role": "No role", "description": "", "role_description": "", "value": null, "position": "", "size": "", "children": []}, {"name": null, "role": "No role", "description": "", "role_description": "", "value": null, "position": "", "size": "", "children": []}, {"name": null, "role": "No role", "description": "", "role_description": "", "value": null, "position": "", "size": "", "children": []}, {"name": null, "role": "No role", "description": "", "role_description": "", "value": null, "position": "", "size": "", "children": []}, {"name": null, "role": "AXScrollArea", "description": null, "role_description": "scroll area", "value": 0, "position": "-391.00;-244.00", "size": "394;507", "children": [{"name": null, "role": "AXScrollBar", "description": null, "role_description": "scroll bar", "value": 0, "position": "-391.00;-244.00", "size": "0;0", "children": []}, {"name": null, "role": "AXScrollBar", "description": null, "role_description": "scroll bar", "value": 0, "position": "-391.00;-244.00", "size": "0;0", "children": []}, {"name": null, "role": "AXTable", "description": "table", "role_description": "table", "value": 0, "position": "-391.00;-244.00", "size": "394;507", "children": [{"name": null, "role": "AXRow", "description": "Hard wrap at:, Default: 120", "role_description": "row", "value": 0, "position": "-391.00;-244.00", "size": "394;24", "children": [{"name": null, "role": "AXCell", "description": "Hard wrap at:", "role_description": "cell", "value": 0, "position": "-391.00;-244.00", "size": "268;24", "children": [{"name": null, "role": "AXStaticText", "description": "Hard wrap at:", "role_description": "text", "value": 0, "position": "-391.00;-244.00", "size": "268;24", "children": []}]}, {"name": null, "role": "AXCell", "description": "Default: 120", "role_description": "cell", "value": 0, "position": "-391.00;-244.00", "size": "126;24", "children": [{"name": null, "role": "AXStaticText", "description": "Default: 120", "role_description": "text", "value": 0, "position": "-391.00;-244.00", "size": "126;24", "children": []}]}]}, {"name": null, "role": "AXRow", "description": "Wrap on typing, Default: No", "role_description": "row", "value": 0, "position": "-391.00;-244.00", "size": "394;24", "children": [{"name": null, "role": "AXCell", "description": "Wrap on typing", "role_description": "cell", "value": 0, "position": "-391.00;-244.00", "size": "268;24", "children": [{"name": null, "role": "AXStaticText", "description": "Wrap on typing", "role_description": "text", "value": 0, "position": "-391.00;-244.00", "size": "268;24", "children": []}]}, {"name": null, "role": "AXCell", "description": "Default: No", "role_description": "cell", "value": 0, "position": "-391.00;-244.00", "size": "126;24", "children": [{"name": null, "role": "AXStaticText", "description": "Default: No", "role_description": "text", "value": 0, "position": "-391.00;-244.00", "size": "126;24", "children": []}]}]}, {"name": null, "role": "AXRow", "description": "Wrap long text, 1", "role_description": "row", "value": 0, "position": "-391.00;-244.00", "size": "394;24", "children": [{"name": null, "role": "AXCell", "description": "Wrap long text", "role_description": "cell", "value": 0, "position": "-391.00;-244.00", "size": "268;24", "children": [{"name": null, "role": "AXStaticText", "description": "Wrap long text", "role_description": "text", "value": 0, "position": "-391.00;-244.00", "size": "268;24", "children": []}]}, {"name": null, "role": "AXCell", "description": null, "role_description": "cell", "value": 1, "position": "-391.00;-244.00", "size": "126;24", "children": [{"name": null, "role": "AXCheckBox", "description": null, "role_description": "checkbox", "value": 1, "position": "-391.00;-244.00", "size": "126;24", "children": []}]}]}, {"name": null, "role": "AXRow", "description": "Wrap text inside block quotes, 1", "role_description": "row", "value": 0, "position": "-391.00;-244.00", "size": "394;24", "children": [{"name": null, "role": "AXCell", "description": "Wrap text inside block quotes", "role_description": "cell", "value": 0, "position": "-391.00;-244.00", "size": "268;24", "children": [{"name": null, "role": "AXStaticText", "description": "Wrap text inside block quotes", "role_description": "text", "value": 0, "position": "-391.00;-244.00", "size": "268;24", "children": []}]}, {"name": null, "role": "AXCell", "description": null, "role_description": "cell", "value": 1, "position": "-391.00;-244.00", "size": "126;24", "children": [{"name": null, "role": "AXCheckBox", "description": null, "role_description": "checkbox", "value": 1, "position": "-391.00;-244.00", "size": "126;24", "children": []}]}]}, {"name": null, "role": "AXRow", "description": "Visual guides, Default: None", "role_description": "row", "value": 0, "position": "-391.00;-244.00", "size": "394;24", "children": [{"name": null, "role": "AXCell", "description": "Visual guides", "role_description": "cell", "value": 0, "position": "-391.00;-244.00", "size": "268;24", "children": [{"name": null, "role": "AXStaticText", "description": "Visual guides", "role_description": "text", "value": 0, "position": "-391.00;-244.00", "size": "268;24", "children": []}]}, {"name": null, "role": "AXCell", "description": "Default: None", "role_description": "cell", "value": 0, "position": "-391.00;-244.00", "size": "126;24", "children": [{"name": null, "role": "AXStaticText", "description": "Default: None", "role_description": "text", "value": 0, "position": "-391.00;-244.00", "size": "126;24", "children": []}]}]}, {"name": null, "role": "AXRow", "description": "When reformatting", "role_description": "row", "value": 0, "position": "-391.00;-244.00", "size": "268;24", "children": [{"name": null, "role": "AXCell", "description": "When reformatting", "role_description": "cell", "value": 0, "position": "-391.00;-244.00", "size": "268;24", "children": [{"name": null, "role": "AXStaticText", "description": "When reformatting", "role_description": "text", "value": 0, "position": "-391.00;-244.00", "size": "268;24", "children": []}]}]}, {"name": null, "role": "AXRow", "description": "Keep line breaks inside text blocks, 1", "role_description": "row", "value": 0, "position": "-391.00;-244.00", "size": "394;24", "children": [{"name": null, "role": "AXCell", "description": "Keep line breaks inside text blocks", "role_description": "cell", "value": 0, "position": "-391.00;-244.00", "size": "268;24", "children": [{"name": null, "role": "AXStaticText", "description": "Keep line breaks inside text blocks", "role_description": "text", "value": 0, "position": "-391.00;-244.00", "size": "268;24", "children": []}]}, {"name": null, "role": "AXCell", "description": null, "role_description": "cell", "value": 1, "position": "-391.00;-244.00", "size": "126;24", "children": [{"name": null, "role": "AXCheckBox", "description": null, "role_description": "checkbox", "value": 1, "position": "-391.00;-244.00", "size": "126;24", "children": []}]}]}, {"name": null, "role": "AXRow", "description": "Insert block quote arrows, 1", "role_description": "row", "value": 0, "position": "-391.00;-244.00", "size": "394;24", "children": [{"name": null, "role": "AXCell", "description": "Insert block quote arrows", "role_description": "cell", "value": 0, "position": "-391.00;-244.00", "size": "268;24", "children": [{"name": null, "role": "AXStaticText", "description": "Insert block quote arrows", "role_description": "text", "value": 0, "position": "-391.00;-244.00", "size": "268;24", "children": []}]}, {"name": null, "role": "AXCell", "description": null, "role_description": "cell", "value": 1, "position": "-391.00;-244.00", "size": "126;24", "children": [{"name": null, "role": "AXCheckBox", "description": null, "role_description": "checkbox", "value": 1, "position": "-391.00;-244.00", "size": "126;24", "children": []}]}]}, {"name": null, "role": "AXRow", "description": "Format tables, 1", "role_description": "row", "value": 0, "position": "-391.00;-244.00", "size": "394;24", "children": [{"name": null, "role": "AXCell", "description": "Format tables", "role_description": "cell", "value": 0, "position": "-391.00;-244.00", "size": "268;24", "children": [{"name": null, "role": "AXStaticText", "description": "Format tables", "role_description": "text", "value": 0, "position": "-391.00;-244.00", "size": "268;24", "children": []}]}, {"name": null, "role": "AXCell", "description": null, "role_description": "cell", "value": 1, "position": "-391.00;-244.00", "size": "126;24", "children": [{"name": null, "role": "AXCheckBox", "description": null, "role_description": "checkbox", "value": 1, "position": "-391.00;-244.00", "size": "126;24", "children": []}]}]}]}]}, {"name": null, "role": "AXScrollArea", "description": null, "role_description": "scroll area", "value": 0, "position": "-391.00;-244.00", "size": "314;507", "children": [{"name": null, "role": "AXScrollBar", "description": null, "role_description": "scroll bar", "value": 0, "position": "-391.00;-244.00", "size": "14;507", "children": []}, {"name": null, "role": "AXScrollBar", "description": null, "role_description": "scroll bar", "value": 0, "position": "-391.00;-244.00", "size": "0;0", "children": []}, {"name": null, "role": "AXGroup", "description": "", "role_description": "group", "value": 0, "position": "-391.00;-244.00", "size": "0;0", "children": []}, {"name": null, "role": "AXStaticText", "description": "", "role_description": "text", "value": "", "position": "-391.00;-244.00", "size": "0;0", "children": []}, {"name": null, "role": "AXGroup", "description": null, "role_description": "group", "value": 0, "position": "-391.00;-244.00", "size": "0;507", "children": []}, {"name": null, "role": "AXTextArea", "description": "Editor", "role_description": "text entry area", "value": "# Sample header\n\nSample paragraph after header\nand before code fence.\n\n```java\nclass SimpleClass {\n}\n```\n\nOne more sample paragraph with\n`inline` *elements*.\n\n* List with a few bullets\n  and few lines in some of\n  them\n    * And one more bullet\n    * And bullet with more\n      than one line\n\nLast paragraph that is placed\nafter list", "position": "-391.00;-244.00", "size": "314;507", "children": []}]}]}, {"name": null, "role": "AXStaticText", "description": "Scheme:", "role_description": "text", "value": "Scheme:", "position": "-391.00;-244.00", "size": "53;17", "children": []}, {"name": null, "role": "AXPopUpButton", "description": null, "role_description": "pop up button", "value": "Default", "position": "-391.00;-244.00", "size": "200;34", "children": [{"name": null, "role": "AXPopUpButton", "description": null, "role_description": "pop up button", "value": null, "position": "-391.00;-244.00", "size": "0;0", "children": []}]}, {"name": null, "role": "AXTextField", "description": null, "role_description": "text field", "value": "", "position": "-391.00;-244.00", "size": "200;34", "children": []}, {"name": null, "role": "AXGroup", "description": "Action Toolbar", "role_description": "group", "value": 0, "position": "-391.00;-244.00", "size": "26;34", "children": [{"name": null, "role": "AXButton", "description": "Show Scheme Actions", "role_description": "button", "value": null, "position": "-391.00;-244.00", "size": "26;24", "children": []}]}, {"name": null, "role": "AXStaticText", "description": "", "role_description": "text", "value": "", "position": "-391.00;-244.00", "size": "0;0", "children": []}, {"name": null, "role": "AXLink", "description": "Set from...", "role_description": "link", "value": null, "position": "-391.00;-244.00", "size": "0;0", "children": []}, {"name": null, "role": "AXImage", "description": "", "role_description": "image", "value": null, "position": "-391.00;-244.00", "size": "16;16", "children": []}, {"name": null, "role": "AXStaticText", "description": "", "role_description": "text", "value": "", "position": "-391.00;-244.00", "size": "0;0", "children": []}, {"name": null, "role": "AXLink", "description": "Disable", "role_description": "link", "value": null, "position": "-391.00;-244.00", "size": "47;17", "children": []}, {"name": null, "role": "AXStaticText", "description": "Loading...", "role_description": "text", "value": "Loading...", "position": "-391.00;-244.00", "size": "711;541", "children": []}, {"name": null, "role": "AXScrollArea", "description": null, "role_description": "scroll area", "value": 0, "position": "-391.00;-244.00", "size": "413;541", "children": [{"name": null, "role": "AXTable", "description": "table", "role_description": "table", "value": 0, "position": "-391.00;-244.00", "size": "411;539", "children": [{"name": null, "role": "AXRow", "description": "Align properties in column, 0", "role_description": "row", "value": 0, "position": "-391.00;-244.00", "size": "411;24", "children": [{"name": null, "role": "AXCell", "description": "Align properties in column", "role_description": "cell", "value": 0, "position": "-391.00;-244.00", "size": "285;24", "children": [{"name": null, "role": "AXStaticText", "description": "Align properties in column", "role_description": "text", "value": 0, "position": "-391.00;-244.00", "size": "285;24", "children": []}]}, {"name": null, "role": "AXCell", "description": null, "role_description": "cell", "value": 0, "position": "-391.00;-244.00", "size": "126;24", "children": [{"name": null, "role": "AXCheckBox", "description": null, "role_description": "checkbox", "value": 0, "position": "-391.00;-244.00", "size": "126;24", "children": []}]}]}, {"name": null, "role": "AXRow", "description": "Insert space around key-value delimiter, 0", "role_description": "row", "value": 0, "position": "-391.00;-244.00", "size": "411;24", "children": [{"name": null, "role": "AXCell", "description": "Insert space around key-value delimiter", "role_description": "cell", "value": 0, "position": "-391.00;-244.00", "size": "285;24", "children": [{"name": null, "role": "AXStaticText", "description": "Insert space around key-value delimiter", "role_description": "text", "value": 0, "position": "-391.00;-244.00", "size": "285;24", "children": []}]}, {"name": null, "role": "AXCell", "description": null, "role_description": "cell", "value": 0, "position": "-391.00;-244.00", "size": "126;24", "children": [{"name": null, "role": "AXCheckBox", "description": null, "role_description": "checkbox", "value": 0, "position": "-391.00;-244.00", "size": "126;24", "children": []}]}]}, {"name": null, "role": "AXRow", "description": "Key-value delimiter, =", "role_description": "row", "value": 0, "position": "-391.00;-244.00", "size": "411;24", "children": [{"name": null, "role": "AXCell", "description": "Key-value delimiter", "role_description": "cell", "value": 0, "position": "-391.00;-244.00", "size": "285;24", "children": [{"name": null, "role": "AXStaticText", "description": "Key-value delimiter", "role_description": "text", "value": 0, "position": "-391.00;-244.00", "size": "285;24", "children": []}]}, {"name": null, "role": "AXCell", "description": "=", "role_description": "cell", "value": 0, "position": "-391.00;-244.00", "size": "126;24", "children": [{"name": null, "role": "AXButton", "description": "=", "role_description": "button", "value": 0, "position": "-391.00;-244.00", "size": "126;24", "children": []}]}]}, {"name": null, "role": "AXRow", "description": "Keep blank lines, 0", "role_description": "row", "value": 0, "position": "-391.00;-244.00", "size": "411;24", "children": [{"name": null, "role": "AXCell", "description": "Keep blank lines", "role_description": "cell", "value": 0, "position": "-391.00;-244.00", "size": "285;24", "children": [{"name": null, "role": "AXStaticText", "description": "Keep blank lines", "role_description": "text", "value": 0, "position": "-391.00;-244.00", "size": "285;24", "children": []}]}, {"name": null, "role": "AXCell", "description": null, "role_description": "cell", "value": 0, "position": "-391.00;-244.00", "size": "126;24", "children": [{"name": null, "role": "AXCheckBox", "description": null, "role_description": "checkbox", "value": 0, "position": "-391.00;-244.00", "size": "126;24", "children": []}]}]}]}, {"name": null, "role": "AXScrollBar", "description": null, "role_description": "scroll bar", "value": 0, "position": "-391.00;-244.00", "size": "0;0", "children": []}, {"name": null, "role": "AXScrollBar", "description": null, "role_description": "scroll bar", "value": 0, "position": "-391.00;-244.00", "size": "0;0", "children": []}]}, {"name": null, "role": "AXScrollArea", "description": null, "role_description": "scroll area", "value": 0, "position": "-391.00;-244.00", "size": "295;541", "children": [{"name": null, "role": "AXScrollBar", "description": null, "role_description": "scroll bar", "value": 0, "position": "-391.00;-244.00", "size": "14;539", "children": []}, {"name": null, "role": "AXScrollBar", "description": null, "role_description": "scroll bar", "value": 0, "position": "-391.00;-244.00", "size": "0;0", "children": []}, {"name": null, "role": "AXGroup", "description": "", "role_description": "group", "value": 0, "position": "-391.00;-244.00", "size": "0;0", "children": []}, {"name": null, "role": "AXStaticText", "description": "", "role_description": "text", "value": "", "position": "-391.00;-244.00", "size": "0;0", "children": []}, {"name": null, "role": "AXGroup", "description": null, "role_description": "group", "value": 0, "position": "-391.00;-244.00", "size": "0;539", "children": []}, {"name": null, "role": "AXTextArea", "description": "Editor", "role_description": "text entry area", "value": "key1=value\nsome_key=some_value\n#commentaries\nlast.key=some text here", "position": "-391.00;-244.00", "size": "293;539", "children": []}]}, {"name": null, "role": "AXStaticText", "description": "Scheme:", "role_description": "text", "value": "Scheme:", "position": "-391.00;-244.00", "size": "53;17", "children": []}, {"name": null, "role": "AXPopUpButton", "description": null, "role_description": "pop up button", "value": "Default", "position": "-391.00;-244.00", "size": "200;34", "children": [{"name": null, "role": "AXPopUpButton", "description": null, "role_description": "pop up button", "value": null, "position": "-391.00;-244.00", "size": "0;0", "children": []}]}, {"name": null, "role": "AXTextField", "description": null, "role_description": "text field", "value": "", "position": "-391.00;-244.00", "size": "200;34", "children": []}, {"name": null, "role": "AXGroup", "description": "Action Toolbar", "role_description": "group", "value": 0, "position": "-391.00;-244.00", "size": "26;34", "children": [{"name": null, "role": "AXButton", "description": "Show Scheme Actions", "role_description": "button", "value": null, "position": "-391.00;-244.00", "size": "26;24", "children": []}]}, {"name": null, "role": "AXStaticText", "description": "", "role_description": "text", "value": "", "position": "-391.00;-244.00", "size": "0;0", "children": []}, {"name": null, "role": "AXLink", "description": "Set from...", "role_description": "link", "value": null, "position": "-391.00;-244.00", "size": "0;0", "children": []}, {"name": null, "role": "AXImage", "description": "", "role_description": "image", "value": null, "position": "-391.00;-244.00", "size": "16;16", "children": []}, {"name": null, "role": "AXStaticText", "description": "", "role_description": "text", "value": "", "position": "-391.00;-244.00", "size": "0;0", "children": []}, {"name": null, "role": "AXLink", "description": "Disable", "role_description": "link", "value": null, "position": "-391.00;-244.00", "size": "47;17", "children": []}, {"name": null, "role": "AXStaticText", "description": "Loading...", "role_description": "text", "value": "Loading...", "position": "-391.00;-244.00", "size": "711;541", "children": []}, {"name": null, "role": "AXStaticText", "description": "Shfmt formatter", "role_description": "text", "value": "Shfmt formatter", "position": "-391.00;-244.00", "size": "98;17", "children": []}, {"name": null, "role": "AXScrollArea", "description": null, "role_description": "scroll area", "value": 0, "position": "-391.00;-244.00", "size": "289;251", "children": [{"name": null, "role": "AXScrollBar", "description": null, "role_description": "scroll bar", "value": 0, "position": "-391.00;-244.00", "size": "14;251", "children": []}, {"name": null, "role": "AXScrollBar", "description": null, "role_description": "scroll bar", "value": 0, "position": "-391.00;-244.00", "size": "0;0", "children": []}, {"name": null, "role": "AXCheckBox", "description": "Allow line breaks after binary operators", "role_description": "checkbox", "value": 0, "position": "-391.00;-244.00", "size": "269;25", "children": []}, {"name": null, "role": "AXCheckBox", "description": "Indent case statements", "role_description": "checkbox", "value": 0, "position": "-391.00;-244.00", "size": "172;25", "children": []}, {"name": null, "role": "AXCheckBox", "description": "Add space after redirect operators", "role_description": "checkbox", "value": 0, "position": "-391.00;-244.00", "size": "241;25", "children": []}, {"name": null, "role": "AXCheckBox", "description": "Keep column alignment padding", "role_description": "checkbox", "value": 0, "position": "-391.00;-244.00", "size": "225;25", "children": []}, {"name": null, "role": "AXCheckBox", "description": "Minify program to reduce its size", "role_description": "checkbox", "value": 0, "position": "-391.00;-244.00", "size": "230;25", "children": []}, {"name": null, "role": "AXStaticText", "description": "Indent:", "role_description": "text", "value": "Indent:", "position": "-391.00;-244.00", "size": "43;17", "children": []}, {"name": null, "role": "AXTextField", "description": null, "role_description": "text field", "value": "2", "position": "-391.00;-244.00", "size": "184;34", "children": []}, {"name": null, "role": "AXCheckBox", "description": "Use tab character", "role_description": "checkbox", "value": 0, "position": "-391.00;-244.00", "size": "138;25", "children": []}, {"name": null, "role": "AXStaticText", "description": "Indent", "role_description": "text", "value": "Indent", "position": "-391.00;-244.00", "size": "39;17", "children": []}, {"name": null, "role": "AXStaticText", "description": "Tab size:", "role_description": "text", "value": "Tab size:", "position": "-391.00;-244.00", "size": "55;17", "children": []}, {"name": null, "role": "AXTextField", "description": null, "role_description": "text field", "value": "2", "position": "-391.00;-244.00", "size": "184;34", "children": []}, {"name": null, "role": "AXCheckBox", "description": "Use Unix line separators (\\n)", "role_description": "checkbox", "value": 1, "position": "-391.00;-244.00", "size": "203;25", "children": []}]}, {"name": null, "role": "AXScrollArea", "description": null, "role_description": "scroll area", "value": 0, "position": "-391.00;-244.00", "size": "409;251", "children": [{"name": null, "role": "AXScrollBar", "description": null, "role_description": "scroll bar", "value": 0, "position": "-391.00;-244.00", "size": "14;249", "children": []}, {"name": null, "role": "AXScrollBar", "description": null, "role_description": "scroll bar", "value": 0, "position": "-391.00;-244.00", "size": "0;0", "children": []}, {"name": null, "role": "AXGroup", "description": "", "role_description": "group", "value": 0, "position": "-391.00;-244.00", "size": "0;0", "children": []}, {"name": null, "role": "AXStaticText", "description": "", "role_description": "text", "value": "", "position": "-391.00;-244.00", "size": "0;0", "children": []}, {"name": null, "role": "AXGroup", "description": null, "role_description": "group", "value": 0, "position": "-391.00;-244.00", "size": "0;418", "children": []}, {"name": null, "role": "AXTextArea", "description": "Editor", "role_description": "text entry area", "value": "#!/usr/bin/env sh\n\nfunction foo() {\n  if [ -x $file ]; then\n    myArray=(item1 item2 item3)\n  elif [ $file1 -nt $file2 ]; then\n    unset myArray\n  else\n    echo \"Usage: $0 file ...\"\n  fi\n}\n\nfor (( i = 0; i < 5; i++ )); do\n  read -p r\n  print -n $r\n  wait $!\ndone\n", "position": "-391.00;-244.00", "size": "407;418", "children": []}]}, {"name": null, "role": "AXScrollArea", "description": null, "role_description": "scroll area", "value": 0, "position": "-391.00;-244.00", "size": "711;66", "children": [{"name": null, "role": "AXStaticText", "description": "Path:", "role_description": "text", "value": "Path:", "position": "-391.00;-244.00", "size": "32;17", "children": []}, {"name": null, "role": "AXTextField", "description": null, "role_description": "text field", "value": "", "position": "-391.00;-244.00", "size": "629;34", "children": []}, {"name": null, "role": "AXStaticText", "description": "Invalid path.", "role_description": "text", "value": "Invalid path.", "position": "-391.00;-244.00", "size": "95;17", "children": []}, {"name": null, "role": "AXLink", "description": "Download", "role_description": "link", "value": null, "position": "-391.00;-244.00", "size": "64;17", "children": []}, {"name": null, "role": "AXStaticText", "description": "missing formatter", "role_description": "text", "value": "missing formatter", "position": "-391.00;-244.00", "size": "108;17", "children": []}, {"name": null, "role": "AXStaticText", "description": "Can't download shfmt formatter. Install it manually.", "role_description": "text", "value": "Can't download shfmt formatter. Install it manually.", "position": "-391.00;-244.00", "size": "0;0", "children": []}, {"name": null, "role": "AXScrollBar", "description": null, "role_description": "scroll bar", "value": 0, "position": "-391.00;-244.00", "size": "0;0", "children": []}, {"name": null, "role": "AXScrollBar", "description": null, "role_description": "scroll bar", "value": 0, "position": "-391.00;-244.00", "size": "0;0", "children": []}]}, {"name": null, "role": "AXStaticText", "description": "Scheme:", "role_description": "text", "value": "Scheme:", "position": "-391.00;-244.00", "size": "53;17", "children": []}, {"name": null, "role": "AXPopUpButton", "description": null, "role_description": "pop up button", "value": "Default", "position": "-391.00;-244.00", "size": "200;34", "children": [{"name": null, "role": "AXPopUpButton", "description": null, "role_description": "pop up button", "value": null, "position": "-391.00;-244.00", "size": "0;0", "children": []}]}, {"name": null, "role": "AXTextField", "description": null, "role_description": "text field", "value": "", "position": "-391.00;-244.00", "size": "200;34", "children": []}, {"name": null, "role": "AXGroup", "description": "Action Toolbar", "role_description": "group", "value": 0, "position": "-391.00;-244.00", "size": "26;34", "children": [{"name": null, "role": "AXButton", "description": "Show Scheme Actions", "role_description": "button", "value": null, "position": "-391.00;-244.00", "size": "26;24", "children": []}]}, {"name": null, "role": "AXStaticText", "description": "", "role_description": "text", "value": "", "position": "-391.00;-244.00", "size": "0;0", "children": []}, {"name": null, "role": "AXLink", "description": "Set from...", "role_description": "link", "value": null, "position": "-391.00;-244.00", "size": "66;17", "children": []}, {"name": null, "role": "AXImage", "description": "", "role_description": "image", "value": null, "position": "-391.00;-244.00", "size": "16;16", "children": []}, {"name": null, "role": "AXStaticText", "description": "", "role_description": "text", "value": "", "position": "-391.00;-244.00", "size": "0;0", "children": []}, {"name": null, "role": "AXLink", "description": "Disable", "role_description": "link", "value": null, "position": "-391.00;-244.00", "size": "47;17", "children": []}, {"name": null, "role": "AXStaticText", "description": "Loading...", "role_description": "text", "value": "Loading...", "position": "-391.00;-244.00", "size": "711;536", "children": []}, {"name": null, "role": "AXTabGroup", "description": "Tabs and Indents", "role_description": "tab group", "value": "{\n    \"name\": null,\n    \"role\": \"No role\",\n    \"description\": \"\",\n    \"role_description\": \"\",\n    \"value\": null,\n    \"position\": \"\",\n    \"size\": \"\",\n    \"children\": []\n}", "position": "-391.00;-244.00", "size": "711;536", "children": [{"name": null, "role": "No role", "description": "", "role_description": "", "value": null, "position": "", "size": "", "children": []}, {"name": null, "role": "No role", "description": "", "role_description": "", "value": null, "position": "", "size": "", "children": []}, {"name": null, "role": "No role", "description": "", "role_description": "", "value": null, "position": "", "size": "", "children": []}, {"name": null, "role": "No role", "description": "", "role_description": "", "value": null, "position": "", "size": "", "children": []}, {"name": null, "role": "No role", "description": "", "role_description": "", "value": null, "position": "", "size": "", "children": []}, {"name": null, "role": "No role", "description": "", "role_description": "", "value": null, "position": "", "size": "", "children": []}, {"name": null, "role": "AXScrollArea", "description": null, "role_description": "scroll area", "value": 0, "position": "-391.00;-244.00", "size": "241;507", "children": [{"name": null, "role": "AXCheckBox", "description": "Use tab character", "role_description": "checkbox", "value": 0, "position": "-391.00;-244.00", "size": "138;25", "children": []}, {"name": null, "role": "AXCheckBox", "description": "Smart tabs", "role_description": "checkbox", "value": 0, "position": "-391.00;-244.00", "size": "95;25", "children": []}, {"name": null, "role": "AXStaticText", "description": "Tab size:", "role_description": "text", "value": "Tab size:", "position": "-391.00;-244.00", "size": "142;17", "children": []}, {"name": null, "role": "AXTextField", "description": "Tab size:", "role_description": "text field", "value": "4", "position": "-391.00;-244.00", "size": "68;34", "children": []}, {"name": null, "role": "AXStaticText", "description": "Indent:", "role_description": "text", "value": "Indent:", "position": "-391.00;-244.00", "size": "142;17", "children": []}, {"name": null, "role": "AXTextField", "description": "Indent:", "role_description": "text field", "value": "4", "position": "-391.00;-244.00", "size": "68;34", "children": []}, {"name": null, "role": "AXStaticText", "description": "Continuation indent:", "role_description": "text", "value": "Continuation indent:", "position": "-391.00;-244.00", "size": "142;17", "children": []}, {"name": null, "role": "AXTextField", "description": "Continuation indent:", "role_description": "text field", "value": "8", "position": "-391.00;-244.00", "size": "68;34", "children": []}, {"name": null, "role": "AXCheckBox", "description": "Keep indents on empty lines", "role_description": "checkbox", "value": 0, "position": "-391.00;-244.00", "size": "202;25", "children": []}, {"name": null, "role": "AXScrollBar", "description": null, "role_description": "scroll bar", "value": 0, "position": "-391.00;-244.00", "size": "0;0", "children": []}, {"name": null, "role": "AXScrollBar", "description": null, "role_description": "scroll bar", "value": 0, "position": "-391.00;-244.00", "size": "0;0", "children": []}]}, {"name": null, "role": "AXScrollArea", "description": null, "role_description": "scroll area", "value": 0, "position": "-391.00;-244.00", "size": "467;507", "children": [{"name": null, "role": "AXScrollBar", "description": null, "role_description": "scroll bar", "value": 0, "position": "-391.00;-244.00", "size": "14;507", "children": []}, {"name": null, "role": "AXScrollBar", "description": null, "role_description": "scroll bar", "value": 0, "position": "-391.00;-244.00", "size": "0;0", "children": []}, {"name": null, "role": "AXGroup", "description": "", "role_description": "group", "value": 0, "position": "-391.00;-244.00", "size": "0;0", "children": []}, {"name": null, "role": "AXStaticText", "description": "", "role_description": "text", "value": "", "position": "-391.00;-244.00", "size": "0;0", "children": []}, {"name": null, "role": "AXGroup", "description": null, "role_description": "group", "value": 0, "position": "-391.00;-244.00", "size": "0;507", "children": []}, {"name": null, "role": "AXTextArea", "description": "Editor", "role_description": "text entry area", "value": "[config]\nitems = [\n    \"foo\",\n    \"bar\"\n]", "position": "-391.00;-244.00", "size": "467;507", "children": []}]}]}, {"name": null, "role": "AXStaticText", "description": "Scheme:", "role_description": "text", "value": "Scheme:", "position": "-391.00;-244.00", "size": "53;17", "children": []}, {"name": null, "role": "AXPopUpButton", "description": null, "role_description": "pop up button", "value": "Default", "position": "-391.00;-244.00", "size": "200;34", "children": [{"name": null, "role": "AXPopUpButton", "description": null, "role_description": "pop up button", "value": null, "position": "-391.00;-244.00", "size": "0;0", "children": []}]}, {"name": null, "role": "AXTextField", "description": null, "role_description": "text field", "value": "", "position": "-391.00;-244.00", "size": "200;34", "children": []}, {"name": null, "role": "AXGroup", "description": "Action Toolbar", "role_description": "group", "value": 0, "position": "-391.00;-244.00", "size": "26;34", "children": [{"name": null, "role": "AXButton", "description": "Show Scheme Actions", "role_description": "button", "value": null, "position": "-391.00;-244.00", "size": "26;24", "children": []}]}, {"name": null, "role": "AXStaticText", "description": "", "role_description": "text", "value": "", "position": "-391.00;-244.00", "size": "0;0", "children": []}, {"name": null, "role": "AXLink", "description": "Set from...", "role_description": "link", "value": null, "position": "-391.00;-244.00", "size": "66;17", "children": []}, {"name": null, "role": "AXImage", "description": "", "role_description": "image", "value": null, "position": "-391.00;-244.00", "size": "16;16", "children": []}, {"name": null, "role": "AXStaticText", "description": "", "role_description": "text", "value": "", "position": "-391.00;-244.00", "size": "0;0", "children": []}, {"name": null, "role": "AXLink", "description": "Disable", "role_description": "link", "value": null, "position": "-391.00;-244.00", "size": "47;17", "children": []}, {"name": null, "role": "AXStaticText", "description": "Loading...", "role_description": "text", "value": "Loading...", "position": "-391.00;-244.00", "size": "711;536", "children": []}, {"name": null, "role": "AXTabGroup", "description": "Tabs and Indents", "role_description": "tab group", "value": "{\n    \"name\": null,\n    \"role\": \"No role\",\n    \"description\": \"\",\n    \"role_description\": \"\",\n    \"value\": null,\n    \"position\": \"\",\n    \"size\": \"\",\n    \"children\": []\n}", "position": "-391.00;-244.00", "size": "711;536", "children": [{"name": null, "role": "No role", "description": "", "role_description": "", "value": null, "position": "", "size": "", "children": []}, {"name": null, "role": "No role", "description": "", "role_description": "", "value": null, "position": "", "size": "", "children": []}, {"name": null, "role": "No role", "description": "", "role_description": "", "value": null, "position": "", "size": "", "children": []}, {"name": null, "role": "No role", "description": "", "role_description": "", "value": null, "position": "", "size": "", "children": []}, {"name": null, "role": "No role", "description": "", "role_description": "", "value": null, "position": "", "size": "", "children": []}, {"name": null, "role": "No role", "description": "", "role_description": "", "value": null, "position": "", "size": "", "children": []}, {"name": null, "role": "No role", "description": "", "role_description": "", "value": null, "position": "", "size": "", "children": []}, {"name": null, "role": "No role", "description": "", "role_description": "", "value": null, "position": "", "size": "", "children": []}, {"name": null, "role": "No role", "description": "", "role_description": "", "value": null, "position": "", "size": "", "children": []}, {"name": null, "role": "AXScrollArea", "description": null, "role_description": "scroll area", "value": 0, "position": "-391.00;-244.00", "size": "241;507", "children": [{"name": null, "role": "AXCheckBox", "description": "Use tab character", "role_description": "checkbox", "value": 0, "position": "-391.00;-244.00", "size": "138;25", "children": []}, {"name": null, "role": "AXCheckBox", "description": "Smart tabs", "role_description": "checkbox", "value": 0, "position": "-391.00;-244.00", "size": "95;25", "children": []}, {"name": null, "role": "AXStaticText", "description": "Tab size:", "role_description": "text", "value": "Tab size:", "position": "-391.00;-244.00", "size": "142;17", "children": []}, {"name": null, "role": "AXTextField", "description": "Tab size:", "role_description": "text field", "value": "4", "position": "-391.00;-244.00", "size": "68;34", "children": []}, {"name": null, "role": "AXStaticText", "description": "Indent:", "role_description": "text", "value": "Indent:", "position": "-391.00;-244.00", "size": "142;17", "children": []}, {"name": null, "role": "AXTextField", "description": "Indent:", "role_description": "text field", "value": "4", "position": "-391.00;-244.00", "size": "68;34", "children": []}, {"name": null, "role": "AXStaticText", "description": "Continuation indent:", "role_description": "text", "value": "Continuation indent:", "position": "-391.00;-244.00", "size": "142;17", "children": []}, {"name": null, "role": "AXTextField", "description": "Continuation indent:", "role_description": "text field", "value": "8", "position": "-391.00;-244.00", "size": "68;34", "children": []}, {"name": null, "role": "AXCheckBox", "description": "Keep indents on empty lines", "role_description": "checkbox", "value": 0, "position": "-391.00;-244.00", "size": "202;25", "children": []}, {"name": null, "role": "AXScrollBar", "description": null, "role_description": "scroll bar", "value": 0, "position": "-391.00;-244.00", "size": "0;0", "children": []}, {"name": null, "role": "AXScrollBar", "description": null, "role_description": "scroll bar", "value": 0, "position": "-391.00;-244.00", "size": "0;0", "children": []}]}, {"name": null, "role": "AXScrollArea", "description": null, "role_description": "scroll area", "value": 0, "position": "-391.00;-244.00", "size": "467;507", "children": [{"name": null, "role": "AXScrollBar", "description": null, "role_description": "scroll bar", "value": 0, "position": "-391.00;-244.00", "size": "14;507", "children": []}, {"name": null, "role": "AXScrollBar", "description": null, "role_description": "scroll bar", "value": 0, "position": "-391.00;-244.00", "size": "453;14", "children": []}, {"name": null, "role": "AXGroup", "description": "", "role_description": "group", "value": 0, "position": "-391.00;-244.00", "size": "0;0", "children": []}, {"name": null, "role": "AXStaticText", "description": "", "role_description": "text", "value": "", "position": "-391.00;-244.00", "size": "0;0", "children": []}, {"name": null, "role": "AXGroup", "description": null, "role_description": "group", "value": 0, "position": "-391.00;-244.00", "size": "0;902", "children": []}, {"name": null, "role": "AXTextArea", "description": "Editor", "role_description": "text entry area", "value": "<idea-plugin>\n    <name>CVS</name>\n    <description>CVS integration</description>\n    <version>0.1</version>\n    <vendor>IntelliJ</vendor>\n    <idea-version min=\"4.0\" max=\"4.0\"/>\n\n    <application-components>\n\n        <description>Our product makes development a real pleasure. It decreases the time you spend on routine,\n            repetitive\n            handwork, giving you more time to focus on the task at hand. Its robust set of features for automatic\n            error-checking\n            and code correction cuts development time and increases your efficiency. You'll find that our product\n            quickly\n            pays back its cost in increased developer productivity and improved code quality.\n        </description>\n\n        <component>\n            <implementation-class>com.intellij.cvsSupport2.connections.ssh.SSHPasswordProvider</implementation-class>\n            <option name=\"workspace\" value=\"true\"/>\n        </component>\n\n\n    </application-components>\n\n    <actions>\n\n        <group id=\"CvsFileGroup\" text=\"CVS\">\n            <action id=\"Cvs.CheckoutProject\" class=\"com.intellij.cvsSupport2.actions.CheckoutAction\"\n                    text=\"C_heck Out from CVS...\" description=\"Get a copy of files from a CVS repository\"/>\n            <action id=\"Cvs.BrowseCVSRepository\" class=\"com.intellij.cvsSupport2.actions.BrowseCvsRepositoryAction\"\n                    text=\"_Browse CVS Repository...\"\n                    description=\"Browse a CVS repository\"/>\n            <separator/>\n        </group>\n    </actions>\n\n</idea-plugin>\n", "position": "-391.00;-244.00", "size": "912;902", "children": []}]}]}, {"name": null, "role": "AXStaticText", "description": "Scheme:", "role_description": "text", "value": "Scheme:", "position": "-391.00;-244.00", "size": "53;17", "children": []}, {"name": null, "role": "AXPopUpButton", "description": null, "role_description": "pop up button", "value": "Default", "position": "-391.00;-244.00", "size": "200;34", "children": [{"name": null, "role": "AXPopUpButton", "description": null, "role_description": "pop up button", "value": null, "position": "-391.00;-244.00", "size": "0;0", "children": []}]}, {"name": null, "role": "AXTextField", "description": null, "role_description": "text field", "value": "", "position": "-391.00;-244.00", "size": "200;34", "children": []}, {"name": null, "role": "AXGroup", "description": "Action Toolbar", "role_description": "group", "value": 0, "position": "-391.00;-244.00", "size": "26;34", "children": [{"name": null, "role": "AXButton", "description": "Show Scheme Actions", "role_description": "button", "value": null, "position": "-391.00;-244.00", "size": "26;24", "children": []}]}, {"name": null, "role": "AXStaticText", "description": "", "role_description": "text", "value": "", "position": "-391.00;-244.00", "size": "0;0", "children": []}, {"name": null, "role": "AXLink", "description": "Set from...", "role_description": "link", "value": null, "position": "-391.00;-244.00", "size": "66;17", "children": []}, {"name": null, "role": "AXImage", "description": "", "role_description": "image", "value": null, "position": "-391.00;-244.00", "size": "16;16", "children": []}, {"name": null, "role": "AXStaticText", "description": "", "role_description": "text", "value": "", "position": "-391.00;-244.00", "size": "0;0", "children": []}, {"name": null, "role": "AXLink", "description": "Disable", "role_description": "link", "value": null, "position": "-391.00;-244.00", "size": "47;17", "children": []}, {"name": null, "role": "AXStaticText", "description": "Loading...", "role_description": "text", "value": "Loading...", "position": "-391.00;-244.00", "size": "711;536", "children": []}, {"name": null, "role": "AXTabGroup", "description": "Code Generation", "role_description": "tab group", "value": "{\n    \"name\": null,\n    \"role\": \"No role\",\n    \"description\": \"\",\n    \"role_description\": \"\",\n    \"value\": null,\n    \"position\": \"\",\n    \"size\": \"\",\n    \"children\": []\n}", "position": "-391.00;-244.00", "size": "711;536", "children": [{"name": null, "role": "No role", "description": "", "role_description": "", "value": null, "position": "", "size": "", "children": []}, {"name": null, "role": "No role", "description": "", "role_description": "", "value": null, "position": "", "size": "", "children": []}, {"name": null, "role": "No role", "description": "", "role_description": "", "value": null, "position": "", "size": "", "children": []}, {"name": null, "role": "No role", "description": "", "role_description": "", "value": null, "position": "", "size": "", "children": []}, {"name": null, "role": "No role", "description": "", "role_description": "", "value": null, "position": "", "size": "", "children": []}, {"name": null, "role": "No role", "description": "", "role_description": "", "value": null, "position": "", "size": "", "children": []}, {"name": null, "role": "No role", "description": "", "role_description": "", "value": null, "position": "", "size": "", "children": []}, {"name": null, "role": "No role", "description": "", "role_description": "", "value": null, "position": "", "size": "", "children": []}, {"name": null, "role": "No role", "description": "", "role_description": "", "value": null, "position": "", "size": "", "children": []}, {"name": null, "role": "No role", "description": "", "role_description": "", "value": null, "position": "", "size": "", "children": []}, {"name": null, "role": "No role", "description": "", "role_description": "", "value": null, "position": "", "size": "", "children": []}, {"name": null, "role": "No role", "description": "", "role_description": "", "value": null, "position": "", "size": "", "children": []}, {"name": null, "role": "AXCheckBox", "description": "Line comment at first column", "role_description": "checkbox", "value": 1, "position": "-391.00;-244.00", "size": "206;25", "children": []}, {"name": null, "role": "AXCheckBox", "description": "Add a space at line comment start", "role_description": "checkbox", "value": 0, "position": "-391.00;-244.00", "size": "238;25", "children": []}, {"name": null, "role": "AXCheckBox", "description": "Enforce on reformat", "role_description": "checkbox", "value": 0, "position": "-391.00;-244.00", "size": "151;25", "children": []}, {"name": null, "role": "AXCheckBox", "description": "Block comment at first column", "role_description": "checkbox", "value": 1, "position": "-391.00;-244.00", "size": "0;0", "children": []}, {"name": null, "role": "AXCheckBox", "description": "Add spaces around block comments", "role_description": "checkbox", "value": 0, "position": "-391.00;-244.00", "size": "0;0", "children": []}]}, {"name": null, "role": "AXStaticText", "description": "Scheme:", "role_description": "text", "value": "Scheme:", "position": "-391.00;-244.00", "size": "53;17", "children": []}, {"name": null, "role": "AXPopUpButton", "description": null, "role_description": "pop up button", "value": "Default", "position": "-391.00;-244.00", "size": "200;34", "children": [{"name": null, "role": "AXPopUpButton", "description": null, "role_description": "pop up button", "value": null, "position": "-391.00;-244.00", "size": "0;0", "children": []}]}, {"name": null, "role": "AXTextField", "description": null, "role_description": "text field", "value": "", "position": "-391.00;-244.00", "size": "200;34", "children": []}, {"name": null, "role": "AXGroup", "description": "Action Toolbar", "role_description": "group", "value": 0, "position": "-391.00;-244.00", "size": "26;34", "children": [{"name": null, "role": "AXButton", "description": "Show Scheme Actions", "role_description": "button", "value": null, "position": "-391.00;-244.00", "size": "26;24", "children": []}]}, {"name": null, "role": "AXStaticText", "description": "", "role_description": "text", "value": "", "position": "-391.00;-244.00", "size": "0;0", "children": []}, {"name": null, "role": "AXLink", "description": "Set from...", "role_description": "link", "value": null, "position": "-391.00;-244.00", "size": "0;0", "children": []}, {"name": null, "role": "AXImage", "description": "", "role_description": "image", "value": null, "position": "-391.00;-244.00", "size": "16;16", "children": []}, {"name": null, "role": "AXStaticText", "description": "", "role_description": "text", "value": "", "position": "-391.00;-244.00", "size": "0;0", "children": []}, {"name": null, "role": "AXLink", "description": "Disable", "role_description": "link", "value": null, "position": "-391.00;-244.00", "size": "47;17", "children": []}, {"name": null, "role": "AXStaticText", "description": "Loading...", "role_description": "text", "value": "Loading...", "position": "-391.00;-244.00", "size": "711;541", "children": []}, {"name": null, "role": "AXCheckBox", "description": "Use tab character", "role_description": "checkbox", "value": 0, "position": "-391.00;-244.00", "size": "138;25", "children": []}, {"name": null, "role": "AXCheckBox", "description": "Smart tabs", "role_description": "checkbox", "value": 0, "position": "-391.00;-244.00", "size": "95;25", "children": []}, {"name": null, "role": "AXStaticText", "description": "Tab size:", "role_description": "text", "value": "Tab size:", "position": "-391.00;-244.00", "size": "111;17", "children": []}, {"name": null, "role": "AXTextField", "description": "Tab size:", "role_description": "text field", "value": "4", "position": "-391.00;-244.00", "size": "107;34", "children": []}, {"name": null, "role": "AXStaticText", "description": "Indent:", "role_description": "text", "value": "Indent:", "position": "-391.00;-244.00", "size": "111;17", "children": []}, {"name": null, "role": "AXTextField", "description": "Indent:", "role_description": "text field", "value": "4", "position": "-391.00;-244.00", "size": "107;34", "children": []}, {"name": null, "role": "AXStaticText", "description": "Text files and unsupported file types:", "role_description": "text", "value": "Text files and unsupported file types:", "position": "-391.00;-244.00", "size": "229;17", "children": []}, {"name": null, "role": "AXTextField", "description": "Message text filter", "role_description": "text field", "value": "", "position": "-391.00;-244.00", "size": "226;34", "children": []}, {"name": null, "role": "AXGroup", "description": "", "role_description": "group", "value": 0, "position": "-391.00;-244.00", "size": "40;34", "children": [{"name": null, "role": "AXImage", "description": "", "role_description": "image", "value": null, "position": "-391.00;-244.00", "size": "26;24", "children": []}]}, {"name": null, "role": "AXImage", "description": null, "role_description": "image", "value": null, "position": "-391.00;-244.00", "size": "6;17", "children": []}, {"name": null, "role": "AXScrollArea", "description": null, "role_description": "scroll area", "value": 0, "position": "-391.00;-244.00", "size": "330;465", "children": [{"name": null, "role": "AXTable", "description": "table", "role_description": "table", "value": 0, "position": "-391.00;-244.00", "size": "328;463", "children": [{"name": null, "role": "AXRow", "description": "User defined, 0, 0", "role_description": "row", "value": 0, "position": "-391.00;-244.00", "size": "328;21", "children": [{"name": null, "role": "AXCell", "description": "User defined", "role_description": "cell", "value": 0, "position": "-391.00;-244.00", "size": "268;21", "children": [{"name": null, "role": "AXStaticText", "description": "User defined", "role_description": "text", "value": 0, "position": "-391.00;-244.00", "size": "268;21", "children": []}]}, {"name": null, "role": "AXCell", "description": null, "role_description": "cell", "value": 0, "position": "-391.00;-244.00", "size": "22;21", "children": [{"name": null, "role": "AXImage", "description": null, "role_description": "image", "value": 0, "position": "-391.00;-244.00", "size": "22;21", "children": []}]}, {"name": null, "role": "AXCell", "description": null, "role_description": "cell", "value": 0, "position": "-391.00;-244.00", "size": "38;21", "children": [{"name": null, "role": "AXCheckBox", "description": null, "role_description": "checkbox", "value": 0, "position": "-391.00;-244.00", "size": "38;21", "children": []}]}]}, {"name": null, "role": "AXRow", "description": "EditorConfig, 0, 1", "role_description": "row", "value": 0, "position": "-391.00;-244.00", "size": "328;21", "children": [{"name": null, "role": "AXCell", "description": "EditorConfig", "role_description": "cell", "value": 0, "position": "-391.00;-244.00", "size": "268;21", "children": [{"name": null, "role": "AXStaticText", "description": "EditorConfig", "role_description": "text", "value": 0, "position": "-391.00;-244.00", "size": "268;21", "children": []}]}, {"name": null, "role": "AXCell", "description": null, "role_description": "cell", "value": 0, "position": "-391.00;-244.00", "size": "22;21", "children": [{"name": null, "role": "AXImage", "description": null, "role_description": "image", "value": 0, "position": "-391.00;-244.00", "size": "22;21", "children": []}]}, {"name": null, "role": "AXCell", "description": null, "role_description": "cell", "value": 1, "position": "-391.00;-244.00", "size": "38;21", "children": [{"name": null, "role": "AXCheckBox", "description": null, "role_description": "checkbox", "value": 1, "position": "-391.00;-244.00", "size": "38;21", "children": []}]}]}, {"name": null, "role": "AXRow", "description": "General, 0, 0", "role_description": "row", "value": 0, "position": "-391.00;-244.00", "size": "328;21", "children": [{"name": null, "role": "AXCell", "description": "General", "role_description": "cell", "value": 0, "position": "-391.00;-244.00", "size": "268;21", "children": [{"name": null, "role": "AXStaticText", "description": "General", "role_description": "text", "value": 0, "position": "-391.00;-244.00", "size": "268;21", "children": []}]}, {"name": null, "role": "AXCell", "description": null, "role_description": "cell", "value": 0, "position": "-391.00;-244.00", "size": "22;21", "children": [{"name": null, "role": "AXImage", "description": null, "role_description": "image", "value": 0, "position": "-391.00;-244.00", "size": "22;21", "children": []}]}, {"name": null, "role": "AXCell", "description": null, "role_description": "cell", "value": 0, "position": "-391.00;-244.00", "size": "38;21", "children": [{"name": null, "role": "AXCheckBox", "description": null, "role_description": "checkbox", "value": 0, "position": "-391.00;-244.00", "size": "38;21", "children": []}]}]}, {"name": null, "role": "AXRow", "description": "HTML, 0, 1", "role_description": "row", "value": 0, "position": "-391.00;-244.00", "size": "328;21", "children": [{"name": null, "role": "AXCell", "description": "HTML", "role_description": "cell", "value": 0, "position": "-391.00;-244.00", "size": "268;21", "children": [{"name": null, "role": "AXStaticText", "description": "HTML", "role_description": "text", "value": 0, "position": "-391.00;-244.00", "size": "268;21", "children": []}]}, {"name": null, "role": "AXCell", "description": null, "role_description": "cell", "value": 0, "position": "-391.00;-244.00", "size": "22;21", "children": [{"name": null, "role": "AXImage", "description": null, "role_description": "image", "value": 0, "position": "-391.00;-244.00", "size": "22;21", "children": []}]}, {"name": null, "role": "AXCell", "description": null, "role_description": "cell", "value": 1, "position": "-391.00;-244.00", "size": "38;21", "children": [{"name": null, "role": "AXCheckBox", "description": null, "role_description": "checkbox", "value": 1, "position": "-391.00;-244.00", "size": "38;21", "children": []}]}]}, {"name": null, "role": "AXRow", "description": "Internationalization, 0, 1", "role_description": "row", "value": 0, "position": "-391.00;-244.00", "size": "328;21", "children": [{"name": null, "role": "AXCell", "description": "Internationalization", "role_description": "cell", "value": 0, "position": "-391.00;-244.00", "size": "268;21", "children": [{"name": null, "role": "AXStaticText", "description": "Internationalization", "role_description": "text", "value": 0, "position": "-391.00;-244.00", "size": "268;21", "children": []}]}, {"name": null, "role": "AXCell", "description": null, "role_description": "cell", "value": 0, "position": "-391.00;-244.00", "size": "22;21", "children": [{"name": null, "role": "AXImage", "description": null, "role_description": "image", "value": 0, "position": "-391.00;-244.00", "size": "22;21", "children": []}]}, {"name": null, "role": "AXCell", "description": null, "role_description": "cell", "value": 1, "position": "-391.00;-244.00", "size": "38;21", "children": [{"name": null, "role": "AXCheckBox", "description": null, "role_description": "checkbox", "value": 1, "position": "-391.00;-244.00", "size": "38;21", "children": []}]}]}, {"name": null, "role": "AXRow", "description": "JSON and JSON5, 0, 1", "role_description": "row", "value": 0, "position": "-391.00;-244.00", "size": "328;21", "children": [{"name": null, "role": "AXCell", "description": "JSON and JSON5", "role_description": "cell", "value": 0, "position": "-391.00;-244.00", "size": "268;21", "children": [{"name": null, "role": "AXStaticText", "description": "JSON and JSON5", "role_description": "text", "value": 0, "position": "-391.00;-244.00", "size": "268;21", "children": []}]}, {"name": null, "role": "AXCell", "description": null, "role_description": "cell", "value": 0, "position": "-391.00;-244.00", "size": "22;21", "children": [{"name": null, "role": "AXImage", "description": null, "role_description": "image", "value": 0, "position": "-391.00;-244.00", "size": "22;21", "children": []}]}, {"name": null, "role": "AXCell", "description": null, "role_description": "cell", "value": 1, "position": "-391.00;-244.00", "size": "38;21", "children": [{"name": null, "role": "AXCheckBox", "description": null, "role_description": "checkbox", "value": 1, "position": "-391.00;-244.00", "size": "38;21", "children": []}]}]}, {"name": null, "role": "AXRow", "description": "Markdown, 0, 1", "role_description": "row", "value": 0, "position": "-391.00;-244.00", "size": "328;21", "children": [{"name": null, "role": "AXCell", "description": "Markdown", "role_description": "cell", "value": 0, "position": "-391.00;-244.00", "size": "268;21", "children": [{"name": null, "role": "AXStaticText", "description": "Markdown", "role_description": "text", "value": 0, "position": "-391.00;-244.00", "size": "268;21", "children": []}]}, {"name": null, "role": "AXCell", "description": null, "role_description": "cell", "value": 0, "position": "-391.00;-244.00", "size": "22;21", "children": [{"name": null, "role": "AXImage", "description": null, "role_description": "image", "value": 0, "position": "-391.00;-244.00", "size": "22;21", "children": []}]}, {"name": null, "role": "AXCell", "description": null, "role_description": "cell", "value": 1, "position": "-391.00;-244.00", "size": "38;21", "children": [{"name": null, "role": "AXCheckBox", "description": null, "role_description": "checkbox", "value": 1, "position": "-391.00;-244.00", "size": "38;21", "children": []}]}]}, {"name": null, "role": "AXRow", "description": "Proofreading, 0, 1", "role_description": "row", "value": 0, "position": "-391.00;-244.00", "size": "328;21", "children": [{"name": null, "role": "AXCell", "description": "Proofreading", "role_description": "cell", "value": 0, "position": "-391.00;-244.00", "size": "268;21", "children": [{"name": null, "role": "AXStaticText", "description": "Proofreading", "role_description": "text", "value": 0, "position": "-391.00;-244.00", "size": "268;21", "children": []}]}, {"name": null, "role": "AXCell", "description": null, "role_description": "cell", "value": 0, "position": "-391.00;-244.00", "size": "22;21", "children": [{"name": null, "role": "AXImage", "description": null, "role_description": "image", "value": 0, "position": "-391.00;-244.00", "size": "22;21", "children": []}]}, {"name": null, "role": "AXCell", "description": null, "role_description": "cell", "value": 1, "position": "-391.00;-244.00", "size": "38;21", "children": [{"name": null, "role": "AXCheckBox", "description": null, "role_description": "checkbox", "value": 1, "position": "-391.00;-244.00", "size": "38;21", "children": []}]}]}, {"name": null, "role": "AXRow", "description": "Properties files, 0, 0", "role_description": "row", "value": 0, "position": "-391.00;-244.00", "size": "328;21", "children": [{"name": null, "role": "AXCell", "description": "Properties files", "role_description": "cell", "value": 0, "position": "-391.00;-244.00", "size": "268;21", "children": [{"name": null, "role": "AXStaticText", "description": "Properties files", "role_description": "text", "value": 0, "position": "-391.00;-244.00", "size": "268;21", "children": []}]}, {"name": null, "role": "AXCell", "description": null, "role_description": "cell", "value": 0, "position": "-391.00;-244.00", "size": "22;21", "children": [{"name": null, "role": "AXImage", "description": null, "role_description": "image", "value": 0, "position": "-391.00;-244.00", "size": "22;21", "children": []}]}, {"name": null, "role": "AXCell", "description": null, "role_description": "cell", "value": 0, "position": "-391.00;-244.00", "size": "38;21", "children": [{"name": null, "role": "AXCheckBox", "description": null, "role_description": "checkbox", "value": 0, "position": "-391.00;-244.00", "size": "38;21", "children": []}]}]}, {"name": null, "role": "AXRow", "description": "Python, 0, 0", "role_description": "row", "value": 0, "position": "-391.00;-244.00", "size": "328;21", "children": [{"name": null, "role": "AXCell", "description": "Python", "role_description": "cell", "value": 0, "position": "-391.00;-244.00", "size": "268;21", "children": [{"name": null, "role": "AXStaticText", "description": "Python", "role_description": "text", "value": 0, "position": "-391.00;-244.00", "size": "268;21", "children": []}]}, {"name": null, "role": "AXCell", "description": null, "role_description": "cell", "value": 0, "position": "-391.00;-244.00", "size": "22;21", "children": [{"name": null, "role": "AXImage", "description": null, "role_description": "image", "value": 0, "position": "-391.00;-244.00", "size": "22;21", "children": []}]}, {"name": null, "role": "AXCell", "description": null, "role_description": "cell", "value": 0, "position": "-391.00;-244.00", "size": "38;21", "children": [{"name": null, "role": "AXCheckBox", "description": null, "role_description": "checkbox", "value": 0, "position": "-391.00;-244.00", "size": "38;21", "children": []}]}]}, {"name": null, "role": "AXRow", "description": "Qodana, 0, 0", "role_description": "row", "value": 0, "position": "-391.00;-244.00", "size": "328;21", "children": [{"name": null, "role": "AXCell", "description": "Qodana", "role_description": "cell", "value": 0, "position": "-391.00;-244.00", "size": "268;21", "children": [{"name": null, "role": "AXStaticText", "description": "Qodana", "role_description": "text", "value": 0, "position": "-391.00;-244.00", "size": "268;21", "children": []}]}, {"name": null, "role": "AXCell", "description": null, "role_description": "cell", "value": 0, "position": "-391.00;-244.00", "size": "22;21", "children": [{"name": null, "role": "AXImage", "description": null, "role_description": "image", "value": 0, "position": "-391.00;-244.00", "size": "22;21", "children": []}]}, {"name": null, "role": "AXCell", "description": null, "role_description": "cell", "value": 0, "position": "-391.00;-244.00", "size": "38;21", "children": [{"name": null, "role": "AXCheckBox", "description": null, "role_description": "checkbox", "value": 0, "position": "-391.00;-244.00", "size": "38;21", "children": []}]}]}, {"name": null, "role": "AXRow", "description": "RegExp, 0, 0", "role_description": "row", "value": 0, "position": "-391.00;-244.00", "size": "328;21", "children": [{"name": null, "role": "AXCell", "description": "RegExp", "role_description": "cell", "value": 0, "position": "-391.00;-244.00", "size": "268;21", "children": [{"name": null, "role": "AXStaticText", "description": "RegExp", "role_description": "text", "value": 0, "position": "-391.00;-244.00", "size": "268;21", "children": []}]}, {"name": null, "role": "AXCell", "description": null, "role_description": "cell", "value": 0, "position": "-391.00;-244.00", "size": "22;21", "children": [{"name": null, "role": "AXImage", "description": null, "role_description": "image", "value": 0, "position": "-391.00;-244.00", "size": "22;21", "children": []}]}, {"name": null, "role": "AXCell", "description": null, "role_description": "cell", "value": 0, "position": "-391.00;-244.00", "size": "38;21", "children": [{"name": null, "role": "AXCheckBox", "description": null, "role_description": "checkbox", "value": 0, "position": "-391.00;-244.00", "size": "38;21", "children": []}]}]}, {"name": null, "role": "AXRow", "description": "RELAX NG, 0, 0", "role_description": "row", "value": 0, "position": "-391.00;-244.00", "size": "328;21", "children": [{"name": null, "role": "AXCell", "description": "RELAX NG", "role_description": "cell", "value": 0, "position": "-391.00;-244.00", "size": "268;21", "children": [{"name": null, "role": "AXStaticText", "description": "RELAX NG", "role_description": "text", "value": 0, "position": "-391.00;-244.00", "size": "268;21", "children": []}]}, {"name": null, "role": "AXCell", "description": null, "role_description": "cell", "value": 0, "position": "-391.00;-244.00", "size": "22;21", "children": [{"name": null, "role": "AXImage", "description": null, "role_description": "image", "value": 0, "position": "-391.00;-244.00", "size": "22;21", "children": []}]}, {"name": null, "role": "AXCell", "description": null, "role_description": "cell", "value": 0, "position": "-391.00;-244.00", "size": "38;21", "children": [{"name": null, "role": "AXCheckBox", "description": null, "role_description": "checkbox", "value": 0, "position": "-391.00;-244.00", "size": "38;21", "children": []}]}]}, {"name": null, "role": "AXRow", "description": "Requirements, 0, 1", "role_description": "row", "value": 0, "position": "-391.00;-244.00", "size": "328;21", "children": [{"name": null, "role": "AXCell", "description": "Requirements", "role_description": "cell", "value": 0, "position": "-391.00;-244.00", "size": "268;21", "children": [{"name": null, "role": "AXStaticText", "description": "Requirements", "role_description": "text", "value": 0, "position": "-391.00;-244.00", "size": "268;21", "children": []}]}, {"name": null, "role": "AXCell", "description": null, "role_description": "cell", "value": 0, "position": "-391.00;-244.00", "size": "22;21", "children": [{"name": null, "role": "AXImage", "description": null, "role_description": "image", "value": 0, "position": "-391.00;-244.00", "size": "22;21", "children": []}]}, {"name": null, "role": "AXCell", "description": null, "role_description": "cell", "value": 1, "position": "-391.00;-244.00", "size": "38;21", "children": [{"name": null, "role": "AXCheckBox", "description": null, "role_description": "checkbox", "value": 1, "position": "-391.00;-244.00", "size": "38;21", "children": []}]}]}, {"name": null, "role": "AXRow", "description": "ReST, 0, 0", "role_description": "row", "value": 0, "position": "-391.00;-244.00", "size": "328;21", "children": [{"name": null, "role": "AXCell", "description": "ReST", "role_description": "cell", "value": 0, "position": "-391.00;-244.00", "size": "268;21", "children": [{"name": null, "role": "AXStaticText", "description": "ReST", "role_description": "text", "value": 0, "position": "-391.00;-244.00", "size": "268;21", "children": []}]}, {"name": null, "role": "AXCell", "description": null, "role_description": "cell", "value": 0, "position": "-391.00;-244.00", "size": "22;21", "children": [{"name": null, "role": "AXImage", "description": null, "role_description": "image", "value": 0, "position": "-391.00;-244.00", "size": "22;21", "children": []}]}, {"name": null, "role": "AXCell", "description": null, "role_description": "cell", "value": 0, "position": "-391.00;-244.00", "size": "38;21", "children": [{"name": null, "role": "AXCheckBox", "description": null, "role_description": "checkbox", "value": 0, "position": "-391.00;-244.00", "size": "38;21", "children": []}]}]}, {"name": null, "role": "AXRow", "description": "Security, 0, 1", "role_description": "row", "value": 0, "position": "-391.00;-244.00", "size": "328;21", "children": [{"name": null, "role": "AXCell", "description": "Security", "role_description": "cell", "value": 0, "position": "-391.00;-244.00", "size": "268;21", "children": [{"name": null, "role": "AXStaticText", "description": "Security", "role_description": "text", "value": 0, "position": "-391.00;-244.00", "size": "268;21", "children": []}]}, {"name": null, "role": "AXCell", "description": null, "role_description": "cell", "value": 0, "position": "-391.00;-244.00", "size": "22;21", "children": [{"name": null, "role": "AXImage", "description": null, "role_description": "image", "value": 0, "position": "-391.00;-244.00", "size": "22;21", "children": []}]}, {"name": null, "role": "AXCell", "description": null, "role_description": "cell", "value": 1, "position": "-391.00;-244.00", "size": "38;21", "children": [{"name": null, "role": "AXCheckBox", "description": null, "role_description": "checkbox", "value": 1, "position": "-391.00;-244.00", "size": "38;21", "children": []}]}]}, {"name": null, "role": "AXRow", "description": "Shell script, 0, 1", "role_description": "row", "value": 0, "position": "-391.00;-244.00", "size": "328;21", "children": [{"name": null, "role": "AXCell", "description": "Shell script", "role_description": "cell", "value": 0, "position": "-391.00;-244.00", "size": "268;21", "children": [{"name": null, "role": "AXStaticText", "description": "Shell script", "role_description": "text", "value": 0, "position": "-391.00;-244.00", "size": "268;21", "children": []}]}, {"name": null, "role": "AXCell", "description": null, "role_description": "cell", "value": 0, "position": "-391.00;-244.00", "size": "22;21", "children": [{"name": null, "role": "AXImage", "description": null, "role_description": "image", "value": 0, "position": "-391.00;-244.00", "size": "22;21", "children": []}]}, {"name": null, "role": "AXCell", "description": null, "role_description": "cell", "value": 1, "position": "-391.00;-244.00", "size": "38;21", "children": [{"name": null, "role": "AXCheckBox", "description": null, "role_description": "checkbox", "value": 1, "position": "-391.00;-244.00", "size": "38;21", "children": []}]}]}, {"name": null, "role": "AXRow", "description": "TOML, 0, 1", "role_description": "row", "value": 0, "position": "-391.00;-244.00", "size": "328;21", "children": [{"name": null, "role": "AXCell", "description": "TOML", "role_description": "cell", "value": 0, "position": "-391.00;-244.00", "size": "268;21", "children": [{"name": null, "role": "AXStaticText", "description": "TOML", "role_description": "text", "value": 0, "position": "-391.00;-244.00", "size": "268;21", "children": []}]}, {"name": null, "role": "AXCell", "description": null, "role_description": "cell", "value": 0, "position": "-391.00;-244.00", "size": "22;21", "children": [{"name": null, "role": "AXImage", "description": null, "role_description": "image", "value": 0, "position": "-391.00;-244.00", "size": "22;21", "children": []}]}, {"name": null, "role": "AXCell", "description": null, "role_description": "cell", "value": 1, "position": "-391.00;-244.00", "size": "38;21", "children": [{"name": null, "role": "AXCheckBox", "description": null, "role_description": "checkbox", "value": 1, "position": "-391.00;-244.00", "size": "38;21", "children": []}]}]}, {"name": null, "role": "AXRow", "description": "Version control, 0, 1", "role_description": "row", "value": 0, "position": "-391.00;-244.00", "size": "328;21", "children": [{"name": null, "role": "AXCell", "description": "Version control", "role_description": "cell", "value": 0, "position": "-391.00;-244.00", "size": "268;21", "children": [{"name": null, "role": "AXStaticText", "description": "Version control", "role_description": "text", "value": 0, "position": "-391.00;-244.00", "size": "268;21", "children": []}]}, {"name": null, "role": "AXCell", "description": null, "role_description": "cell", "value": 0, "position": "-391.00;-244.00", "size": "22;21", "children": [{"name": null, "role": "AXImage", "description": null, "role_description": "image", "value": 0, "position": "-391.00;-244.00", "size": "22;21", "children": []}]}, {"name": null, "role": "AXCell", "description": null, "role_description": "cell", "value": 1, "position": "-391.00;-244.00", "size": "38;21", "children": [{"name": null, "role": "AXCheckBox", "description": null, "role_description": "checkbox", "value": 1, "position": "-391.00;-244.00", "size": "38;21", "children": []}]}]}, {"name": null, "role": "AXRow", "description": "XML, 0, 1", "role_description": "row", "value": 0, "position": "-391.00;-244.00", "size": "328;21", "children": [{"name": null, "role": "AXCell", "description": "XML", "role_description": "cell", "value": 0, "position": "-391.00;-244.00", "size": "268;21", "children": [{"name": null, "role": "AXStaticText", "description": "XML", "role_description": "text", "value": 0, "position": "-391.00;-244.00", "size": "268;21", "children": []}]}, {"name": null, "role": "AXCell", "description": null, "role_description": "cell", "value": 0, "position": "-391.00;-244.00", "size": "22;21", "children": [{"name": null, "role": "AXImage", "description": null, "role_description": "image", "value": 0, "position": "-391.00;-244.00", "size": "22;21", "children": []}]}, {"name": null, "role": "AXCell", "description": null, "role_description": "cell", "value": 1, "position": "-391.00;-244.00", "size": "38;21", "children": [{"name": null, "role": "AXCheckBox", "description": null, "role_description": "checkbox", "value": 1, "position": "-391.00;-244.00", "size": "38;21", "children": []}]}]}, {"name": null, "role": "AXRow", "description": "YAML, 0, 1", "role_description": "row", "value": 0, "position": "-391.00;-244.00", "size": "328;21", "children": [{"name": null, "role": "AXCell", "description": "YAML", "role_description": "cell", "value": 0, "position": "-391.00;-244.00", "size": "268;21", "children": [{"name": null, "role": "AXStaticText", "description": "YAML", "role_description": "text", "value": 0, "position": "-391.00;-244.00", "size": "268;21", "children": []}]}, {"name": null, "role": "AXCell", "description": null, "role_description": "cell", "value": 0, "position": "-391.00;-244.00", "size": "22;21", "children": [{"name": null, "role": "AXImage", "description": null, "role_description": "image", "value": 0, "position": "-391.00;-244.00", "size": "22;21", "children": []}]}, {"name": null, "role": "AXCell", "description": null, "role_description": "cell", "value": 1, "position": "-391.00;-244.00", "size": "38;21", "children": [{"name": null, "role": "AXCheckBox", "description": null, "role_description": "checkbox", "value": 1, "position": "-391.00;-244.00", "size": "38;21", "children": []}]}]}]}, {"name": null, "role": "AXScrollBar", "description": null, "role_description": "scroll bar", "value": 0, "position": "-391.00;-244.00", "size": "0;0", "children": []}, {"name": null, "role": "AXScrollBar", "description": null, "role_description": "scroll bar", "value": 0, "position": "-391.00;-244.00", "size": "0;0", "children": []}]}, {"name": null, "role": "AXScrollArea", "description": null, "role_description": "scroll area", "value": 0, "position": "-391.00;-244.00", "size": "329;232", "children": [{"name": null, "role": "AXTextField", "description": "text/html", "role_description": "text field", "value": "\nUse the + button in the toolbar to create a new inspection.", "position": "-391.00;-244.00", "size": "329;232", "children": [{"name": null, "role": "AXTextField", "description": "text/html", "role_description": "text field", "value": null, "position": "-391.00;-244.00", "size": "0;0", "children": []}, {"name": null, "role": "AXTextField", "description": "text/html", "role_description": "text field", "value": null, "position": "-391.00;-244.00", "size": "292;34", "children": []}, {"name": null, "role": "AXTextField", "description": "text/html", "role_description": "text field", "value": null, "position": "-391.00;-244.00", "size": "0;17", "children": []}]}, {"name": null, "role": "AXScrollBar", "description": null, "role_description": "scroll bar", "value": 0, "position": "-391.00;-244.00", "size": "0;0", "children": []}, {"name": null, "role": "AXScrollBar", "description": null, "role_description": "scroll bar", "value": 0, "position": "-391.00;-244.00", "size": "0;0", "children": []}]}, {"name": null, "role": "AXCheckBox", "description": "Disable new inspections by default", "role_description": "checkbox", "value": 0, "position": "-391.00;-244.00", "size": "679;25", "children": []}, {"name": null, "role": "AXTextField", "description": "Message text filter", "role_description": "text field", "value": "", "position": "-391.00;-244.00", "size": "180;34", "children": []}, {"name": null, "role": "AXGroup", "description": "Action Toolbar", "role_description": "group", "value": 0, "position": "-391.00;-244.00", "size": "177;34", "children": [{"name": null, "role": "AXButton", "description": "Filter Inspections", "role_description": "button", "value": null, "position": "-391.00;-244.00", "size": "26;24", "children": []}, {"name": null, "role": "AXButton", "description": "Expand All", "role_description": "button", "value": null, "position": "-391.00;-244.00", "size": "26;24", "children": []}, {"name": null, "role": "AXButton", "description": "Collapse All", "role_description": "button", "value": null, "position": "-391.00;-244.00", "size": "26;24", "children": []}, {"name": null, "role": "AXButton", "description": "Reset to Empty", "role_description": "button", "value": null, "position": "-391.00;-244.00", "size": "26;24", "children": []}, {"name": null, "role": "AXButton", "description": "Add Custom Inspection", "role_description": "button", "value": null, "position": "-391.00;-244.00", "size": "26;24", "children": []}, {"name": null, "role": "AXButton", "description": "Remove Custom Inspection", "role_description": "button", "value": null, "position": "-391.00;-244.00", "size": "26;24", "children": []}]}, {"name": null, "role": "AXImage", "description": null, "role_description": "image", "value": null, "position": "-391.00;-244.00", "size": "6;17", "children": []}, {"name": null, "role": "AXScrollArea", "description": null, "role_description": "scroll area", "value": 0, "position": "-391.00;-244.00", "size": "330;465", "children": [{"name": null, "role": "AXTable", "description": "table", "role_description": "table", "value": 0, "position": "-391.00;-244.00", "size": "328;463", "children": [{"name": null, "role": "AXRow", "description": "User defined, 0, 0", "role_description": "row", "value": 0, "position": "-391.00;-244.00", "size": "328;21", "children": [{"name": null, "role": "AXCell", "description": "User defined", "role_description": "cell", "value": 0, "position": "-391.00;-244.00", "size": "268;21", "children": [{"name": null, "role": "AXStaticText", "description": "User defined", "role_description": "text", "value": 0, "position": "-391.00;-244.00", "size": "268;21", "children": []}]}, {"name": null, "role": "AXCell", "description": null, "role_description": "cell", "value": 0, "position": "-391.00;-244.00", "size": "22;21", "children": [{"name": null, "role": "AXImage", "description": null, "role_description": "image", "value": 0, "position": "-391.00;-244.00", "size": "22;21", "children": []}]}, {"name": null, "role": "AXCell", "description": null, "role_description": "cell", "value": 0, "position": "-391.00;-244.00", "size": "38;21", "children": [{"name": null, "role": "AXCheckBox", "description": null, "role_description": "checkbox", "value": 0, "position": "-391.00;-244.00", "size": "38;21", "children": []}]}]}, {"name": null, "role": "AXRow", "description": "EditorConfig, 0, 1", "role_description": "row", "value": 0, "position": "-391.00;-244.00", "size": "328;21", "children": [{"name": null, "role": "AXCell", "description": "EditorConfig", "role_description": "cell", "value": 0, "position": "-391.00;-244.00", "size": "268;21", "children": [{"name": null, "role": "AXStaticText", "description": "EditorConfig", "role_description": "text", "value": 0, "position": "-391.00;-244.00", "size": "268;21", "children": []}]}, {"name": null, "role": "AXCell", "description": null, "role_description": "cell", "value": 0, "position": "-391.00;-244.00", "size": "22;21", "children": [{"name": null, "role": "AXImage", "description": null, "role_description": "image", "value": 0, "position": "-391.00;-244.00", "size": "22;21", "children": []}]}, {"name": null, "role": "AXCell", "description": null, "role_description": "cell", "value": 1, "position": "-391.00;-244.00", "size": "38;21", "children": [{"name": null, "role": "AXCheckBox", "description": null, "role_description": "checkbox", "value": 1, "position": "-391.00;-244.00", "size": "38;21", "children": []}]}]}, {"name": null, "role": "AXRow", "description": "General, 0, 0", "role_description": "row", "value": 0, "position": "-391.00;-244.00", "size": "328;21", "children": [{"name": null, "role": "AXCell", "description": "General", "role_description": "cell", "value": 0, "position": "-391.00;-244.00", "size": "268;21", "children": [{"name": null, "role": "AXStaticText", "description": "General", "role_description": "text", "value": 0, "position": "-391.00;-244.00", "size": "268;21", "children": []}]}, {"name": null, "role": "AXCell", "description": null, "role_description": "cell", "value": 0, "position": "-391.00;-244.00", "size": "22;21", "children": [{"name": null, "role": "AXImage", "description": null, "role_description": "image", "value": 0, "position": "-391.00;-244.00", "size": "22;21", "children": []}]}, {"name": null, "role": "AXCell", "description": null, "role_description": "cell", "value": 0, "position": "-391.00;-244.00", "size": "38;21", "children": [{"name": null, "role": "AXCheckBox", "description": null, "role_description": "checkbox", "value": 0, "position": "-391.00;-244.00", "size": "38;21", "children": []}]}]}, {"name": null, "role": "AXRow", "description": "HTML, 0, 1", "role_description": "row", "value": 0, "position": "-391.00;-244.00", "size": "328;21", "children": [{"name": null, "role": "AXCell", "description": "HTML", "role_description": "cell", "value": 0, "position": "-391.00;-244.00", "size": "268;21", "children": [{"name": null, "role": "AXStaticText", "description": "HTML", "role_description": "text", "value": 0, "position": "-391.00;-244.00", "size": "268;21", "children": []}]}, {"name": null, "role": "AXCell", "description": null, "role_description": "cell", "value": 0, "position": "-391.00;-244.00", "size": "22;21", "children": [{"name": null, "role": "AXImage", "description": null, "role_description": "image", "value": 0, "position": "-391.00;-244.00", "size": "22;21", "children": []}]}, {"name": null, "role": "AXCell", "description": null, "role_description": "cell", "value": 1, "position": "-391.00;-244.00", "size": "38;21", "children": [{"name": null, "role": "AXCheckBox", "description": null, "role_description": "checkbox", "value": 1, "position": "-391.00;-244.00", "size": "38;21", "children": []}]}]}, {"name": null, "role": "AXRow", "description": "Internationalization, 0, 1", "role_description": "row", "value": 0, "position": "-391.00;-244.00", "size": "328;21", "children": [{"name": null, "role": "AXCell", "description": "Internationalization", "role_description": "cell", "value": 0, "position": "-391.00;-244.00", "size": "268;21", "children": [{"name": null, "role": "AXStaticText", "description": "Internationalization", "role_description": "text", "value": 0, "position": "-391.00;-244.00", "size": "268;21", "children": []}]}, {"name": null, "role": "AXCell", "description": null, "role_description": "cell", "value": 0, "position": "-391.00;-244.00", "size": "22;21", "children": [{"name": null, "role": "AXImage", "description": null, "role_description": "image", "value": 0, "position": "-391.00;-244.00", "size": "22;21", "children": []}]}, {"name": null, "role": "AXCell", "description": null, "role_description": "cell", "value": 1, "position": "-391.00;-244.00", "size": "38;21", "children": [{"name": null, "role": "AXCheckBox", "description": null, "role_description": "checkbox", "value": 1, "position": "-391.00;-244.00", "size": "38;21", "children": []}]}]}, {"name": null, "role": "AXRow", "description": "JSON and JSON5, 0, 1", "role_description": "row", "value": 0, "position": "-391.00;-244.00", "size": "328;21", "children": [{"name": null, "role": "AXCell", "description": "JSON and JSON5", "role_description": "cell", "value": 0, "position": "-391.00;-244.00", "size": "268;21", "children": [{"name": null, "role": "AXStaticText", "description": "JSON and JSON5", "role_description": "text", "value": 0, "position": "-391.00;-244.00", "size": "268;21", "children": []}]}, {"name": null, "role": "AXCell", "description": null, "role_description": "cell", "value": 0, "position": "-391.00;-244.00", "size": "22;21", "children": [{"name": null, "role": "AXImage", "description": null, "role_description": "image", "value": 0, "position": "-391.00;-244.00", "size": "22;21", "children": []}]}, {"name": null, "role": "AXCell", "description": null, "role_description": "cell", "value": 1, "position": "-391.00;-244.00", "size": "38;21", "children": [{"name": null, "role": "AXCheckBox", "description": null, "role_description": "checkbox", "value": 1, "position": "-391.00;-244.00", "size": "38;21", "children": []}]}]}, {"name": null, "role": "AXRow", "description": "Markdown, 0, 1", "role_description": "row", "value": 0, "position": "-391.00;-244.00", "size": "328;21", "children": [{"name": null, "role": "AXCell", "description": "Markdown", "role_description": "cell", "value": 0, "position": "-391.00;-244.00", "size": "268;21", "children": [{"name": null, "role": "AXStaticText", "description": "Markdown", "role_description": "text", "value": 0, "position": "-391.00;-244.00", "size": "268;21", "children": []}]}, {"name": null, "role": "AXCell", "description": null, "role_description": "cell", "value": 0, "position": "-391.00;-244.00", "size": "22;21", "children": [{"name": null, "role": "AXImage", "description": null, "role_description": "image", "value": 0, "position": "-391.00;-244.00", "size": "22;21", "children": []}]}, {"name": null, "role": "AXCell", "description": null, "role_description": "cell", "value": 1, "position": "-391.00;-244.00", "size": "38;21", "children": [{"name": null, "role": "AXCheckBox", "description": null, "role_description": "checkbox", "value": 1, "position": "-391.00;-244.00", "size": "38;21", "children": []}]}]}, {"name": null, "role": "AXRow", "description": "Proofreading, 0, 1", "role_description": "row", "value": 0, "position": "-391.00;-244.00", "size": "328;21", "children": [{"name": null, "role": "AXCell", "description": "Proofreading", "role_description": "cell", "value": 0, "position": "-391.00;-244.00", "size": "268;21", "children": [{"name": null, "role": "AXStaticText", "description": "Proofreading", "role_description": "text", "value": 0, "position": "-391.00;-244.00", "size": "268;21", "children": []}]}, {"name": null, "role": "AXCell", "description": null, "role_description": "cell", "value": 0, "position": "-391.00;-244.00", "size": "22;21", "children": [{"name": null, "role": "AXImage", "description": null, "role_description": "image", "value": 0, "position": "-391.00;-244.00", "size": "22;21", "children": []}]}, {"name": null, "role": "AXCell", "description": null, "role_description": "cell", "value": 1, "position": "-391.00;-244.00", "size": "38;21", "children": [{"name": null, "role": "AXCheckBox", "description": null, "role_description": "checkbox", "value": 1, "position": "-391.00;-244.00", "size": "38;21", "children": []}]}]}, {"name": null, "role": "AXRow", "description": "Properties files, 0, 0", "role_description": "row", "value": 0, "position": "-391.00;-244.00", "size": "328;21", "children": [{"name": null, "role": "AXCell", "description": "Properties files", "role_description": "cell", "value": 0, "position": "-391.00;-244.00", "size": "268;21", "children": [{"name": null, "role": "AXStaticText", "description": "Properties files", "role_description": "text", "value": 0, "position": "-391.00;-244.00", "size": "268;21", "children": []}]}, {"name": null, "role": "AXCell", "description": null, "role_description": "cell", "value": 0, "position": "-391.00;-244.00", "size": "22;21", "children": [{"name": null, "role": "AXImage", "description": null, "role_description": "image", "value": 0, "position": "-391.00;-244.00", "size": "22;21", "children": []}]}, {"name": null, "role": "AXCell", "description": null, "role_description": "cell", "value": 0, "position": "-391.00;-244.00", "size": "38;21", "children": [{"name": null, "role": "AXCheckBox", "description": null, "role_description": "checkbox", "value": 0, "position": "-391.00;-244.00", "size": "38;21", "children": []}]}]}, {"name": null, "role": "AXRow", "description": "Python, 0, 0", "role_description": "row", "value": 0, "position": "-391.00;-244.00", "size": "328;21", "children": [{"name": null, "role": "AXCell", "description": "Python", "role_description": "cell", "value": 0, "position": "-391.00;-244.00", "size": "268;21", "children": [{"name": null, "role": "AXStaticText", "description": "Python", "role_description": "text", "value": 0, "position": "-391.00;-244.00", "size": "268;21", "children": []}]}, {"name": null, "role": "AXCell", "description": null, "role_description": "cell", "value": 0, "position": "-391.00;-244.00", "size": "22;21", "children": [{"name": null, "role": "AXImage", "description": null, "role_description": "image", "value": 0, "position": "-391.00;-244.00", "size": "22;21", "children": []}]}, {"name": null, "role": "AXCell", "description": null, "role_description": "cell", "value": 0, "position": "-391.00;-244.00", "size": "38;21", "children": [{"name": null, "role": "AXCheckBox", "description": null, "role_description": "checkbox", "value": 0, "position": "-391.00;-244.00", "size": "38;21", "children": []}]}]}, {"name": null, "role": "AXRow", "description": "Qodana, 0, 0", "role_description": "row", "value": 0, "position": "-391.00;-244.00", "size": "328;21", "children": [{"name": null, "role": "AXCell", "description": "Qodana", "role_description": "cell", "value": 0, "position": "-391.00;-244.00", "size": "268;21", "children": [{"name": null, "role": "AXStaticText", "description": "Qodana", "role_description": "text", "value": 0, "position": "-391.00;-244.00", "size": "268;21", "children": []}]}, {"name": null, "role": "AXCell", "description": null, "role_description": "cell", "value": 0, "position": "-391.00;-244.00", "size": "22;21", "children": [{"name": null, "role": "AXImage", "description": null, "role_description": "image", "value": 0, "position": "-391.00;-244.00", "size": "22;21", "children": []}]}, {"name": null, "role": "AXCell", "description": null, "role_description": "cell", "value": 0, "position": "-391.00;-244.00", "size": "38;21", "children": [{"name": null, "role": "AXCheckBox", "description": null, "role_description": "checkbox", "value": 0, "position": "-391.00;-244.00", "size": "38;21", "children": []}]}]}, {"name": null, "role": "AXRow", "description": "RegExp, 0, 0", "role_description": "row", "value": 0, "position": "-391.00;-244.00", "size": "328;21", "children": [{"name": null, "role": "AXCell", "description": "RegExp", "role_description": "cell", "value": 0, "position": "-391.00;-244.00", "size": "268;21", "children": [{"name": null, "role": "AXStaticText", "description": "RegExp", "role_description": "text", "value": 0, "position": "-391.00;-244.00", "size": "268;21", "children": []}]}, {"name": null, "role": "AXCell", "description": null, "role_description": "cell", "value": 0, "position": "-391.00;-244.00", "size": "22;21", "children": [{"name": null, "role": "AXImage", "description": null, "role_description": "image", "value": 0, "position": "-391.00;-244.00", "size": "22;21", "children": []}]}, {"name": null, "role": "AXCell", "description": null, "role_description": "cell", "value": 0, "position": "-391.00;-244.00", "size": "38;21", "children": [{"name": null, "role": "AXCheckBox", "description": null, "role_description": "checkbox", "value": 0, "position": "-391.00;-244.00", "size": "38;21", "children": []}]}]}, {"name": null, "role": "AXRow", "description": "RELAX NG, 0, 0", "role_description": "row", "value": 0, "position": "-391.00;-244.00", "size": "328;21", "children": [{"name": null, "role": "AXCell", "description": "RELAX NG", "role_description": "cell", "value": 0, "position": "-391.00;-244.00", "size": "268;21", "children": [{"name": null, "role": "AXStaticText", "description": "RELAX NG", "role_description": "text", "value": 0, "position": "-391.00;-244.00", "size": "268;21", "children": []}]}, {"name": null, "role": "AXCell", "description": null, "role_description": "cell", "value": 0, "position": "-391.00;-244.00", "size": "22;21", "children": [{"name": null, "role": "AXImage", "description": null, "role_description": "image", "value": 0, "position": "-391.00;-244.00", "size": "22;21", "children": []}]}, {"name": null, "role": "AXCell", "description": null, "role_description": "cell", "value": 0, "position": "-391.00;-244.00", "size": "38;21", "children": [{"name": null, "role": "AXCheckBox", "description": null, "role_description": "checkbox", "value": 0, "position": "-391.00;-244.00", "size": "38;21", "children": []}]}]}, {"name": null, "role": "AXRow", "description": "Requirements, 0, 1", "role_description": "row", "value": 0, "position": "-391.00;-244.00", "size": "328;21", "children": [{"name": null, "role": "AXCell", "description": "Requirements", "role_description": "cell", "value": 0, "position": "-391.00;-244.00", "size": "268;21", "children": [{"name": null, "role": "AXStaticText", "description": "Requirements", "role_description": "text", "value": 0, "position": "-391.00;-244.00", "size": "268;21", "children": []}]}, {"name": null, "role": "AXCell", "description": null, "role_description": "cell", "value": 0, "position": "-391.00;-244.00", "size": "22;21", "children": [{"name": null, "role": "AXImage", "description": null, "role_description": "image", "value": 0, "position": "-391.00;-244.00", "size": "22;21", "children": []}]}, {"name": null, "role": "AXCell", "description": null, "role_description": "cell", "value": 1, "position": "-391.00;-244.00", "size": "38;21", "children": [{"name": null, "role": "AXCheckBox", "description": null, "role_description": "checkbox", "value": 1, "position": "-391.00;-244.00", "size": "38;21", "children": []}]}]}, {"name": null, "role": "AXRow", "description": "ReST, 0, 0", "role_description": "row", "value": 0, "position": "-391.00;-244.00", "size": "328;21", "children": [{"name": null, "role": "AXCell", "description": "ReST", "role_description": "cell", "value": 0, "position": "-391.00;-244.00", "size": "268;21", "children": [{"name": null, "role": "AXStaticText", "description": "ReST", "role_description": "text", "value": 0, "position": "-391.00;-244.00", "size": "268;21", "children": []}]}, {"name": null, "role": "AXCell", "description": null, "role_description": "cell", "value": 0, "position": "-391.00;-244.00", "size": "22;21", "children": [{"name": null, "role": "AXImage", "description": null, "role_description": "image", "value": 0, "position": "-391.00;-244.00", "size": "22;21", "children": []}]}, {"name": null, "role": "AXCell", "description": null, "role_description": "cell", "value": 0, "position": "-391.00;-244.00", "size": "38;21", "children": [{"name": null, "role": "AXCheckBox", "description": null, "role_description": "checkbox", "value": 0, "position": "-391.00;-244.00", "size": "38;21", "children": []}]}]}, {"name": null, "role": "AXRow", "description": "Security, 0, 1", "role_description": "row", "value": 0, "position": "-391.00;-244.00", "size": "328;21", "children": [{"name": null, "role": "AXCell", "description": "Security", "role_description": "cell", "value": 0, "position": "-391.00;-244.00", "size": "268;21", "children": [{"name": null, "role": "AXStaticText", "description": "Security", "role_description": "text", "value": 0, "position": "-391.00;-244.00", "size": "268;21", "children": []}]}, {"name": null, "role": "AXCell", "description": null, "role_description": "cell", "value": 0, "position": "-391.00;-244.00", "size": "22;21", "children": [{"name": null, "role": "AXImage", "description": null, "role_description": "image", "value": 0, "position": "-391.00;-244.00", "size": "22;21", "children": []}]}, {"name": null, "role": "AXCell", "description": null, "role_description": "cell", "value": 1, "position": "-391.00;-244.00", "size": "38;21", "children": [{"name": null, "role": "AXCheckBox", "description": null, "role_description": "checkbox", "value": 1, "position": "-391.00;-244.00", "size": "38;21", "children": []}]}]}, {"name": null, "role": "AXRow", "description": "Shell script, 0, 1", "role_description": "row", "value": 0, "position": "-391.00;-244.00", "size": "328;21", "children": [{"name": null, "role": "AXCell", "description": "Shell script", "role_description": "cell", "value": 0, "position": "-391.00;-244.00", "size": "268;21", "children": [{"name": null, "role": "AXStaticText", "description": "Shell script", "role_description": "text", "value": 0, "position": "-391.00;-244.00", "size": "268;21", "children": []}]}, {"name": null, "role": "AXCell", "description": null, "role_description": "cell", "value": 0, "position": "-391.00;-244.00", "size": "22;21", "children": [{"name": null, "role": "AXImage", "description": null, "role_description": "image", "value": 0, "position": "-391.00;-244.00", "size": "22;21", "children": []}]}, {"name": null, "role": "AXCell", "description": null, "role_description": "cell", "value": 1, "position": "-391.00;-244.00", "size": "38;21", "children": [{"name": null, "role": "AXCheckBox", "description": null, "role_description": "checkbox", "value": 1, "position": "-391.00;-244.00", "size": "38;21", "children": []}]}]}, {"name": null, "role": "AXRow", "description": "TOML, 0, 1", "role_description": "row", "value": 0, "position": "-391.00;-244.00", "size": "328;21", "children": [{"name": null, "role": "AXCell", "description": "TOML", "role_description": "cell", "value": 0, "position": "-391.00;-244.00", "size": "268;21", "children": [{"name": null, "role": "AXStaticText", "description": "TOML", "role_description": "text", "value": 0, "position": "-391.00;-244.00", "size": "268;21", "children": []}]}, {"name": null, "role": "AXCell", "description": null, "role_description": "cell", "value": 0, "position": "-391.00;-244.00", "size": "22;21", "children": [{"name": null, "role": "AXImage", "description": null, "role_description": "image", "value": 0, "position": "-391.00;-244.00", "size": "22;21", "children": []}]}, {"name": null, "role": "AXCell", "description": null, "role_description": "cell", "value": 1, "position": "-391.00;-244.00", "size": "38;21", "children": [{"name": null, "role": "AXCheckBox", "description": null, "role_description": "checkbox", "value": 1, "position": "-391.00;-244.00", "size": "38;21", "children": []}]}]}, {"name": null, "role": "AXRow", "description": "Version control, 0, 1", "role_description": "row", "value": 0, "position": "-391.00;-244.00", "size": "328;21", "children": [{"name": null, "role": "AXCell", "description": "Version control", "role_description": "cell", "value": 0, "position": "-391.00;-244.00", "size": "268;21", "children": [{"name": null, "role": "AXStaticText", "description": "Version control", "role_description": "text", "value": 0, "position": "-391.00;-244.00", "size": "268;21", "children": []}]}, {"name": null, "role": "AXCell", "description": null, "role_description": "cell", "value": 0, "position": "-391.00;-244.00", "size": "22;21", "children": [{"name": null, "role": "AXImage", "description": null, "role_description": "image", "value": 0, "position": "-391.00;-244.00", "size": "22;21", "children": []}]}, {"name": null, "role": "AXCell", "description": null, "role_description": "cell", "value": 1, "position": "-391.00;-244.00", "size": "38;21", "children": [{"name": null, "role": "AXCheckBox", "description": null, "role_description": "checkbox", "value": 1, "position": "-391.00;-244.00", "size": "38;21", "children": []}]}]}, {"name": null, "role": "AXRow", "description": "XML, 0, 1", "role_description": "row", "value": 0, "position": "-391.00;-244.00", "size": "328;21", "children": [{"name": null, "role": "AXCell", "description": "XML", "role_description": "cell", "value": 0, "position": "-391.00;-244.00", "size": "268;21", "children": [{"name": null, "role": "AXStaticText", "description": "XML", "role_description": "text", "value": 0, "position": "-391.00;-244.00", "size": "268;21", "children": []}]}, {"name": null, "role": "AXCell", "description": null, "role_description": "cell", "value": 0, "position": "-391.00;-244.00", "size": "22;21", "children": [{"name": null, "role": "AXImage", "description": null, "role_description": "image", "value": 0, "position": "-391.00;-244.00", "size": "22;21", "children": []}]}, {"name": null, "role": "AXCell", "description": null, "role_description": "cell", "value": 1, "position": "-391.00;-244.00", "size": "38;21", "children": [{"name": null, "role": "AXCheckBox", "description": null, "role_description": "checkbox", "value": 1, "position": "-391.00;-244.00", "size": "38;21", "children": []}]}]}, {"name": null, "role": "AXRow", "description": "YAML, 0, 1", "role_description": "row", "value": 0, "position": "-391.00;-244.00", "size": "328;21", "children": [{"name": null, "role": "AXCell", "description": "YAML", "role_description": "cell", "value": 0, "position": "-391.00;-244.00", "size": "268;21", "children": [{"name": null, "role": "AXStaticText", "description": "YAML", "role_description": "text", "value": 0, "position": "-391.00;-244.00", "size": "268;21", "children": []}]}, {"name": null, "role": "AXCell", "description": null, "role_description": "cell", "value": 0, "position": "-391.00;-244.00", "size": "22;21", "children": [{"name": null, "role": "AXImage", "description": null, "role_description": "image", "value": 0, "position": "-391.00;-244.00", "size": "22;21", "children": []}]}, {"name": null, "role": "AXCell", "description": null, "role_description": "cell", "value": 1, "position": "-391.00;-244.00", "size": "38;21", "children": [{"name": null, "role": "AXCheckBox", "description": null, "role_description": "checkbox", "value": 1, "position": "-391.00;-244.00", "size": "38;21", "children": []}]}]}]}, {"name": null, "role": "AXScrollBar", "description": null, "role_description": "scroll bar", "value": 0, "position": "-391.00;-244.00", "size": "0;0", "children": []}, {"name": null, "role": "AXScrollBar", "description": null, "role_description": "scroll bar", "value": 0, "position": "-391.00;-244.00", "size": "0;0", "children": []}]}, {"name": null, "role": "AXScrollArea", "description": null, "role_description": "scroll area", "value": 0, "position": "-391.00;-244.00", "size": "329;232", "children": [{"name": null, "role": "AXTextField", "description": "text/html", "role_description": "text field", "value": "\nUse the + button in the toolbar to create a new inspection.", "position": "-391.00;-244.00", "size": "329;232", "children": [{"name": null, "role": "AXTextField", "description": "text/html", "role_description": "text field", "value": null, "position": "-391.00;-244.00", "size": "0;0", "children": []}, {"name": null, "role": "AXTextField", "description": "text/html", "role_description": "text field", "value": null, "position": "-391.00;-244.00", "size": "292;34", "children": []}, {"name": null, "role": "AXTextField", "description": "text/html", "role_description": "text field", "value": null, "position": "-391.00;-244.00", "size": "0;17", "children": []}]}, {"name": null, "role": "AXScrollBar", "description": null, "role_description": "scroll bar", "value": 0, "position": "-391.00;-244.00", "size": "0;0", "children": []}, {"name": null, "role": "AXScrollBar", "description": null, "role_description": "scroll bar", "value": 0, "position": "-391.00;-244.00", "size": "0;0", "children": []}]}, {"name": null, "role": "AXCheckBox", "description": "Disable new inspections by default", "role_description": "checkbox", "value": 0, "position": "-391.00;-244.00", "size": "679;25", "children": []}, {"name": null, "role": "AXStaticText", "description": "Profile:", "role_description": "text", "value": "Profile:", "position": "-391.00;-244.00", "size": "43;17", "children": []}, {"name": null, "role": "AXPopUpButton", "description": null, "role_description": "pop up button", "value": "Default", "position": "-391.00;-244.00", "size": "200;34", "children": [{"name": null, "role": "AXPopUpButton", "description": null, "role_description": "pop up button", "value": null, "position": "-391.00;-244.00", "size": "0;0", "children": []}]}, {"name": null, "role": "AXTextField", "description": null, "role_description": "text field", "value": "", "position": "-391.00;-244.00", "size": "200;34", "children": []}, {"name": null, "role": "AXGroup", "description": "Action Toolbar", "role_description": "group", "value": 0, "position": "-391.00;-244.00", "size": "26;34", "children": [{"name": null, "role": "AXButton", "description": "Show Scheme Actions", "role_description": "button", "value": null, "position": "-391.00;-244.00", "size": "26;24", "children": []}]}, {"name": null, "role": "AXTextField", "description": null, "role_description": "text field", "value": "", "position": "-391.00;-244.00", "size": "386;34", "children": []}, {"name": null, "role": "AXStaticText", "description": "", "role_description": "text", "value": "", "position": "-391.00;-244.00", "size": "386;34", "children": []}, {"name": null, "role": "AXStaticText", "description": "", "role_description": "text", "value": "", "position": "-391.00;-244.00", "size": "386;34", "children": []}, {"name": null, "role": "AXStaticText", "description": "Scheme:", "role_description": "text", "value": "Scheme:", "position": "-391.00;-244.00", "size": "53;17", "children": []}, {"name": null, "role": "AXPopUpButton", "description": null, "role_description": "pop up button", "value": "Default", "position": "-391.00;-244.00", "size": "200;34", "children": [{"name": null, "role": "AXPopUpButton", "description": null, "role_description": "pop up button", "value": null, "position": "-391.00;-244.00", "size": "0;0", "children": []}]}, {"name": null, "role": "AXTextField", "description": null, "role_description": "text field", "value": "", "position": "-391.00;-244.00", "size": "200;34", "children": []}, {"name": null, "role": "AXGroup", "description": "", "role_description": "group", "value": 0, "position": "-391.00;-244.00", "size": "0;34", "children": []}, {"name": null, "role": "AXStaticText", "description": "", "role_description": "text", "value": "", "position": "-391.00;-244.00", "size": "0;0", "children": []}, {"name": null, "role": "AXTabGroup", "description": "Files", "role_description": "tab group", "value": "{\n    \"name\": null,\n    \"role\": \"No role\",\n    \"description\": \"\",\n    \"role_description\": \"\",\n    \"value\": null,\n    \"position\": \"\",\n    \"size\": \"\",\n    \"children\": []\n}", "position": "-391.00;-244.00", "size": "711;31", "children": [{"name": null, "role": "No role", "description": "", "role_description": "", "value": null, "position": "", "size": "", "children": []}, {"name": null, "role": "No role", "description": "", "role_description": "", "value": null, "position": "", "size": "", "children": []}, {"name": null, "role": "No role", "description": "", "role_description": "", "value": null, "position": "", "size": "", "children": []}, {"name": null, "role": "No role", "description": "", "role_description": "", "value": null, "position": "", "size": "", "children": []}, {"name": null, "role": "No role", "description": "", "role_description": "", "value": null, "position": "", "size": "", "children": []}, {"name": null, "role": "No role", "description": "", "role_description": "", "value": null, "position": "", "size": "", "children": []}]}, {"name": null, "role": "AXImage", "description": null, "role_description": "image", "value": null, "position": "-391.00;-244.00", "size": "6;17", "children": []}, {"name": null, "role": "AXGroup", "description": "Action Toolbar", "role_description": "group", "value": 0, "position": "-391.00;-244.00", "size": "200;25", "children": [{"name": null, "role": "AXButton", "description": "Create Template", "role_description": "button", "value": null, "position": "-391.00;-244.00", "size": "26;24", "children": []}, {"name": null, "role": "AXButton", "description": "Create Child Template File", "role_description": "button", "value": null, "position": "-391.00;-244.00", "size": "26;24", "children": []}, {"name": null, "role": "AXButton", "description": "Remove Template", "role_description": "button", "value": null, "position": "-391.00;-244.00", "size": "26;24", "children": []}, {"name": null, "role": "AXButton", "description": "Copy Template", "role_description": "button", "value": null, "position": "-391.00;-244.00", "size": "26;24", "children": []}, {"name": null, "role": "AXButton", "description": "Revert to Original Template", "role_description": "button", "value": null, "position": "-391.00;-244.00", "size": "26;24", "children": []}]}, {"name": null, "role": "AXScrollArea", "description": null, "role_description": "scroll area", "value": 0, "position": "-391.00;-244.00", "size": "200;474", "children": [{"name": null, "role": "AXList", "description": "list", "role_description": "list", "value": 0, "position": "-391.00;-244.00", "size": "198;472", "children": [{"name": null, "role": "AXRow", "description": "HTML File", "role_description": "row", "value": 0, "position": "-391.00;-244.00", "size": "198;24", "children": [{"name": null, "role": "AXStaticText", "description": "HTML File", "role_description": "text", "value": 0, "position": "-391.00;-244.00", "size": "198;24", "children": []}]}, {"name": null, "role": "AXRow", "description": "XML Properties File", "role_description": "row", "value": 0, "position": "-391.00;-244.00", "size": "198;24", "children": [{"name": null, "role": "AXStaticText", "description": "XML Properties File", "role_description": "text", "value": 0, "position": "-391.00;-244.00", "size": "198;24", "children": []}]}, {"name": null, "role": "AXRow", "description": "Python Script", "role_description": "row", "value": 0, "position": "-391.00;-244.00", "size": "198;24", "children": [{"name": null, "role": "AXStaticText", "description": "Python Script", "role_description": "text", "value": 0, "position": "-391.00;-244.00", "size": "198;24", "children": []}]}, {"name": null, "role": "AXRow", "description": "Python Stub", "role_description": "row", "value": 0, "position": "-391.00;-244.00", "size": "198;24", "children": [{"name": null, "role": "AXStaticText", "description": "Python Stub", "role_description": "text", "value": 0, "position": "-391.00;-244.00", "size": "198;24", "children": []}]}, {"name": null, "role": "AXRow", "description": "Python Unit Test", "role_description": "row", "value": 0, "position": "-391.00;-244.00", "size": "198;24", "children": [{"name": null, "role": "AXStaticText", "description": "Python Unit Test", "role_description": "text", "value": 0, "position": "-391.00;-244.00", "size": "198;24", "children": []}]}, {"name": null, "role": "AXRow", "description": "Setup Script", "role_description": "row", "value": 0, "position": "-391.00;-244.00", "size": "198;24", "children": [{"name": null, "role": "AXStaticText", "description": "Setup Script", "role_description": "text", "value": 0, "position": "-391.00;-244.00", "size": "198;24", "children": []}]}]}, {"name": null, "role": "AXScrollBar", "description": null, "role_description": "scroll bar", "value": 0, "position": "-391.00;-244.00", "size": "0;0", "children": []}, {"name": null, "role": "AXScrollBar", "description": null, "role_description": "scroll bar", "value": 0, "position": "-391.00;-244.00", "size": "0;0", "children": []}]}, {"name": null, "role": "AXScrollArea", "description": null, "role_description": "scroll area", "value": 0, "position": "-391.00;-244.00", "size": "200;474", "children": [{"name": null, "role": "AXList", "description": "list", "role_description": "list", "value": 0, "position": "-391.00;-244.00", "size": "198;472", "children": []}, {"name": null, "role": "AXScrollBar", "description": null, "role_description": "scroll bar", "value": 0, "position": "-391.00;-244.00", "size": "0;0", "children": []}, {"name": null, "role": "AXScrollBar", "description": null, "role_description": "scroll bar", "value": 0, "position": "-391.00;-244.00", "size": "0;0", "children": []}]}, {"name": null, "role": "AXScrollArea", "description": null, "role_description": "scroll area", "value": 0, "position": "-391.00;-244.00", "size": "200;474", "children": [{"name": null, "role": "AXList", "description": "list", "role_description": "list", "value": 0, "position": "-391.00;-244.00", "size": "198;472", "children": []}, {"name": null, "role": "AXScrollBar", "description": null, "role_description": "scroll bar", "value": 0, "position": "-391.00;-244.00", "size": "0;0", "children": []}, {"name": null, "role": "AXScrollBar", "description": null, "role_description": "scroll bar", "value": 0, "position": "-391.00;-244.00", "size": "0;0", "children": []}]}, {"name": null, "role": "AXImage", "description": null, "role_description": "image", "value": null, "position": "-391.00;-244.00", "size": "17;6", "children": []}, {"name": null, "role": "AXStaticText", "description": "Description:", "role_description": "text", "value": "Description:", "position": "-391.00;-244.00", "size": "74;17", "children": []}, {"name": null, "role": "AXScrollArea", "description": null, "role_description": "scroll area", "value": 0, "position": "-391.00;-244.00", "size": "481;175", "children": [{"name": null, "role": "AXScrollBar", "description": null, "role_description": "scroll bar", "value": 0, "position": "-391.00;-244.00", "size": "14;173", "children": []}, {"name": null, "role": "AXScrollBar", "description": null, "role_description": "scroll bar", "value": 0, "position": "-391.00;-244.00", "size": "0;0", "children": []}, {"name": null, "role": "AXTextField", "description": "text/html", "role_description": "text field", "value": "\nIn file templates, you can use text, code, comments, and predefined variables. A list of predefined variables is available below. When you use these variables in templates, they expand into corresponding values later in the editor.  It is also possible to specify custom variables. Custom variables use the following format: ${VARIABLE_NAME}, where VARIABLE_NAME is a name for your variable (for example, ${MY_CUSTOM_FUNCTION_NAME}). Before the IDE creates a new file with custom variables, you see a dialog where you can define values for custom variables in the template.  By using the #parse directive, you can include templates from the Includes tab. To include a template, specify the full name of the template as a parameter in quotation marks (for example, #parse(\"File Header\"). \nList of predefined variables\n${DATE}\n \nCurrent system date\n${DAY}\n \nCurrent day of the month\n${DAY_NAME_SHORT}\n \nFirst three letters of the current day name (Mon, Tue, and so on)\n${DAY_NAME_FULL}\n \nFull name of the current day (Monday, Tuesday, and so on)\n${DIR_PATH}\n \nPath to the directory of the new file (relative to the project root)\n${DS}\n \nDollar sign ($). This variable is used to escape the dollar character, so that it is not treated as a prefix of a template variable.\n${FILE_NAME}\n \nName of the new file\n${HOUR}\n \nCurrent hour\n${MINUTE}\n \nCurrent minute\n${SECOND}\n \nCurrent second\n${MONTH}\n \nCurrent month\n${MONTH_NAME_SHORT}\n \nThe first 3 letters of the current month name (Jan, Feb, and so on)\n${MONTH_NAME_FULL}\n \nFull name of the current month (January, February, and so on)\n${NAME}\n \nName of the new entity (file, type, interface, and so on)\n${ORGANIZATION_NAME}\n \nName of your organization specified in the project settings\n${PRODUCT_NAME}\n \nName of the IDE\n${PROJECT_NAME}\n \nName of the current project\n${TIME}\n \nCurrent system time\n${USER}\n \nSystem login name of the current user\n${YEAR}\n \nCurrent year\n Apache Velocity template language is used", "position": "-391.00;-244.00", "size": "479;920", "children": [{"name": null, "role": "AXTextField", "description": "text/html", "role_description": "text field", "value": null, "position": "-391.00;-244.00", "size": "0;0", "children": []}, {"name": null, "role": "AXTable", "description": "table", "role_description": "table", "value": 0, "position": "-391.00;-244.00", "size": "478;209", "children": [{"name": null, "role": "AXRow", "description": "text/html", "role_description": "row", "value": 0, "position": "-391.00;-244.00", "size": "0;17", "children": [{"name": null, "role": "AXTextField", "description": "text/html", "role_description": "text field", "value": null, "position": "-391.00;-244.00", "size": "0;17", "children": []}]}]}, {"name": null, "role": "AXTable", "description": "table", "role_description": "table", "value": 0, "position": "-391.00;-244.00", "size": "478;688", "children": [{"name": null, "role": "AXRow", "description": "text/html, text/html, text/html", "role_description": "row", "value": 0, "position": "-391.00;-244.00", "size": "0;17", "children": [{"name": null, "role": "AXTextField", "description": "text/html", "role_description": "text field", "value": null, "position": "-391.00;-244.00", "size": "0;17", "children": []}, {"name": null, "role": "AXTextField", "description": "text/html", "role_description": "text field", "value": null, "position": "-391.00;-244.00", "size": "0;17", "children": []}, {"name": null, "role": "AXTextField", "description": "text/html", "role_description": "text field", "value": null, "position": "-391.00;-244.00", "size": "0;17", "children": []}]}, {"name": null, "role": "AXRow", "description": "text/html, text/html, text/html", "role_description": "row", "value": 0, "position": "-391.00;-244.00", "size": "0;17", "children": [{"name": null, "role": "AXTextField", "description": "text/html", "role_description": "text field", "value": null, "position": "-391.00;-244.00", "size": "0;17", "children": []}, {"name": null, "role": "AXTextField", "description": "text/html", "role_description": "text field", "value": null, "position": "-391.00;-244.00", "size": "0;17", "children": []}, {"name": null, "role": "AXTextField", "description": "text/html", "role_description": "text field", "value": null, "position": "-391.00;-244.00", "size": "0;17", "children": []}]}, {"name": null, "role": "AXRow", "description": "text/html, text/html, text/html", "role_description": "row", "value": 0, "position": "-391.00;-244.00", "size": "0;17", "children": [{"name": null, "role": "AXTextField", "description": "text/html", "role_description": "text field", "value": null, "position": "-391.00;-244.00", "size": "0;17", "children": []}, {"name": null, "role": "AXTextField", "description": "text/html", "role_description": "text field", "value": null, "position": "-391.00;-244.00", "size": "0;17", "children": []}, {"name": null, "role": "AXTextField", "description": "text/html", "role_description": "text field", "value": null, "position": "-391.00;-244.00", "size": "0;17", "children": []}]}, {"name": null, "role": "AXRow", "description": "text/html, text/html, text/html", "role_description": "row", "value": 0, "position": "-391.00;-244.00", "size": "0;17", "children": [{"name": null, "role": "AXCell", "description": "text/html", "role_description": "cell", "value": 0, "position": "-391.00;-244.00", "size": "0;17", "children": [{"name": null, "role": "AXTextField", "description": "text/html", "role_description": "text field", "value": 0, "position": "-391.00;-244.00", "size": "0;17", "children": []}]}, {"name": null, "role": "AXCell", "description": "text/html", "role_description": "cell", "value": 0, "position": "-391.00;-244.00", "size": "0;17", "children": [{"name": null, "role": "AXTextField", "description": "text/html", "role_description": "text field", "value": 0, "position": "-391.00;-244.00", "size": "0;17", "children": []}]}, {"name": null, "role": "AXCell", "description": "text/html", "role_description": "cell", "value": 0, "position": "-391.00;-244.00", "size": "0;17", "children": [{"name": null, "role": "AXTextField", "description": "text/html", "role_description": "text field", "value": 0, "position": "-391.00;-244.00", "size": "0;17", "children": []}]}]}, {"name": null, "role": "AXRow", "description": "text/html, text/html, text/html", "role_description": "row", "value": 0, "position": "-391.00;-244.00", "size": "0;17", "children": [{"name": null, "role": "AXCell", "description": "text/html", "role_description": "cell", "value": 0, "position": "-391.00;-244.00", "size": "0;17", "children": [{"name": null, "role": "AXTextField", "description": "text/html", "role_description": "text field", "value": 0, "position": "-391.00;-244.00", "size": "0;17", "children": []}]}, {"name": null, "role": "AXCell", "description": "text/html", "role_description": "cell", "value": 0, "position": "-391.00;-244.00", "size": "0;17", "children": [{"name": null, "role": "AXTextField", "description": "text/html", "role_description": "text field", "value": 0, "position": "-391.00;-244.00", "size": "0;17", "children": []}]}, {"name": null, "role": "AXCell", "description": "text/html", "role_description": "cell", "value": 0, "position": "-391.00;-244.00", "size": "0;17", "children": [{"name": null, "role": "AXTextField", "description": "text/html", "role_description": "text field", "value": 0, "position": "-391.00;-244.00", "size": "0;17", "children": []}]}]}, {"name": null, "role": "AXRow", "description": "text/html, text/html, text/html", "role_description": "row", "value": 0, "position": "-391.00;-244.00", "size": "0;17", "children": [{"name": null, "role": "AXCell", "description": "text/html", "role_description": "cell", "value": 0, "position": "-391.00;-244.00", "size": "0;17", "children": [{"name": null, "role": "AXTextField", "description": "text/html", "role_description": "text field", "value": 0, "position": "-391.00;-244.00", "size": "0;17", "children": []}]}, {"name": null, "role": "AXCell", "description": "text/html", "role_description": "cell", "value": 0, "position": "-391.00;-244.00", "size": "0;17", "children": [{"name": null, "role": "AXTextField", "description": "text/html", "role_description": "text field", "value": 0, "position": "-391.00;-244.00", "size": "0;17", "children": []}]}, {"name": null, "role": "AXCell", "description": "text/html", "role_description": "cell", "value": 0, "position": "-391.00;-244.00", "size": "0;17", "children": [{"name": null, "role": "AXTextField", "description": "text/html", "role_description": "text field", "value": 0, "position": "-391.00;-244.00", "size": "0;17", "children": []}]}]}, {"name": null, "role": "AXRow", "description": "text/html, text/html, text/html", "role_description": "row", "value": 0, "position": "-391.00;-244.00", "size": "0;17", "children": [{"name": null, "role": "AXCell", "description": "text/html", "role_description": "cell", "value": 0, "position": "-391.00;-244.00", "size": "0;17", "children": [{"name": null, "role": "AXTextField", "description": "text/html", "role_description": "text field", "value": 0, "position": "-391.00;-244.00", "size": "0;17", "children": []}]}, {"name": null, "role": "AXCell", "description": "text/html", "role_description": "cell", "value": 0, "position": "-391.00;-244.00", "size": "0;17", "children": [{"name": null, "role": "AXTextField", "description": "text/html", "role_description": "text field", "value": 0, "position": "-391.00;-244.00", "size": "0;17", "children": []}]}, {"name": null, "role": "AXCell", "description": "text/html", "role_description": "cell", "value": 0, "position": "-391.00;-244.00", "size": "0;17", "children": [{"name": null, "role": "AXTextField", "description": "text/html", "role_description": "text field", "value": 0, "position": "-391.00;-244.00", "size": "0;17", "children": []}]}]}, {"name": null, "role": "AXRow", "description": "text/html, text/html, text/html", "role_description": "row", "value": 0, "position": "-391.00;-244.00", "size": "0;17", "children": [{"name": null, "role": "AXCell", "description": "text/html", "role_description": "cell", "value": 0, "position": "-391.00;-244.00", "size": "0;17", "children": [{"name": null, "role": "AXTextField", "description": "text/html", "role_description": "text field", "value": 0, "position": "-391.00;-244.00", "size": "0;17", "children": []}]}, {"name": null, "role": "AXCell", "description": "text/html", "role_description": "cell", "value": 0, "position": "-391.00;-244.00", "size": "0;17", "children": [{"name": null, "role": "AXTextField", "description": "text/html", "role_description": "text field", "value": 0, "position": "-391.00;-244.00", "size": "0;17", "children": []}]}, {"name": null, "role": "AXCell", "description": "text/html", "role_description": "cell", "value": 0, "position": "-391.00;-244.00", "size": "0;17", "children": [{"name": null, "role": "AXTextField", "description": "text/html", "role_description": "text field", "value": 0, "position": "-391.00;-244.00", "size": "0;17", "children": []}]}]}, {"name": null, "role": "AXRow", "description": "text/html, text/html, text/html", "role_description": "row", "value": 0, "position": "-391.00;-244.00", "size": "0;17", "children": [{"name": null, "role": "AXCell", "description": "text/html", "role_description": "cell", "value": 0, "position": "-391.00;-244.00", "size": "0;17", "children": [{"name": null, "role": "AXTextField", "description": "text/html", "role_description": "text field", "value": 0, "position": "-391.00;-244.00", "size": "0;17", "children": []}]}, {"name": null, "role": "AXCell", "description": "text/html", "role_description": "cell", "value": 0, "position": "-391.00;-244.00", "size": "0;17", "children": [{"name": null, "role": "AXTextField", "description": "text/html", "role_description": "text field", "value": 0, "position": "-391.00;-244.00", "size": "0;17", "children": []}]}, {"name": null, "role": "AXCell", "description": "text/html", "role_description": "cell", "value": 0, "position": "-391.00;-244.00", "size": "0;17", "children": [{"name": null, "role": "AXTextField", "description": "text/html", "role_description": "text field", "value": 0, "position": "-391.00;-244.00", "size": "0;17", "children": []}]}]}, {"name": null, "role": "AXRow", "description": "text/html, text/html, text/html", "role_description": "row", "value": 0, "position": "-391.00;-244.00", "size": "0;17", "children": [{"name": null, "role": "AXCell", "description": "text/html", "role_description": "cell", "value": 0, "position": "-391.00;-244.00", "size": "0;17", "children": [{"name": null, "role": "AXTextField", "description": "text/html", "role_description": "text field", "value": 0, "position": "-391.00;-244.00", "size": "0;17", "children": []}]}, {"name": null, "role": "AXCell", "description": "text/html", "role_description": "cell", "value": 0, "position": "-391.00;-244.00", "size": "0;17", "children": [{"name": null, "role": "AXTextField", "description": "text/html", "role_description": "text field", "value": 0, "position": "-391.00;-244.00", "size": "0;17", "children": []}]}, {"name": null, "role": "AXCell", "description": "text/html", "role_description": "cell", "value": 0, "position": "-391.00;-244.00", "size": "0;17", "children": [{"name": null, "role": "AXTextField", "description": "text/html", "role_description": "text field", "value": 0, "position": "-391.00;-244.00", "size": "0;17", "children": []}]}]}, {"name": null, "role": "AXRow", "description": "text/html, text/html, text/html", "role_description": "row", "value": 0, "position": "-391.00;-244.00", "size": "0;17", "children": [{"name": null, "role": "AXCell", "description": "text/html", "role_description": "cell", "value": 0, "position": "-391.00;-244.00", "size": "0;17", "children": [{"name": null, "role": "AXTextField", "description": "text/html", "role_description": "text field", "value": 0, "position": "-391.00;-244.00", "size": "0;17", "children": []}]}, {"name": null, "role": "AXCell", "description": "text/html", "role_description": "cell", "value": 0, "position": "-391.00;-244.00", "size": "0;17", "children": [{"name": null, "role": "AXTextField", "description": "text/html", "role_description": "text field", "value": 0, "position": "-391.00;-244.00", "size": "0;17", "children": []}]}, {"name": null, "role": "AXCell", "description": "text/html", "role_description": "cell", "value": 0, "position": "-391.00;-244.00", "size": "0;17", "children": [{"name": null, "role": "AXTextField", "description": "text/html", "role_description": "text field", "value": 0, "position": "-391.00;-244.00", "size": "0;17", "children": []}]}]}, {"name": null, "role": "AXRow", "description": "text/html, text/html, text/html", "role_description": "row", "value": 0, "position": "-391.00;-244.00", "size": "0;17", "children": [{"name": null, "role": "AXCell", "description": "text/html", "role_description": "cell", "value": 0, "position": "-391.00;-244.00", "size": "0;17", "children": [{"name": null, "role": "AXTextField", "description": "text/html", "role_description": "text field", "value": 0, "position": "-391.00;-244.00", "size": "0;17", "children": []}]}, {"name": null, "role": "AXCell", "description": "text/html", "role_description": "cell", "value": 0, "position": "-391.00;-244.00", "size": "0;17", "children": [{"name": null, "role": "AXTextField", "description": "text/html", "role_description": "text field", "value": 0, "position": "-391.00;-244.00", "size": "0;17", "children": []}]}, {"name": null, "role": "AXCell", "description": "text/html", "role_description": "cell", "value": 0, "position": "-391.00;-244.00", "size": "0;17", "children": [{"name": null, "role": "AXTextField", "description": "text/html", "role_description": "text field", "value": 0, "position": "-391.00;-244.00", "size": "0;17", "children": []}]}]}, {"name": null, "role": "AXRow", "description": "text/html, text/html, text/html", "role_description": "row", "value": 0, "position": "-391.00;-244.00", "size": "0;17", "children": [{"name": null, "role": "AXCell", "description": "text/html", "role_description": "cell", "value": 0, "position": "-391.00;-244.00", "size": "0;17", "children": [{"name": null, "role": "AXTextField", "description": "text/html", "role_description": "text field", "value": 0, "position": "-391.00;-244.00", "size": "0;17", "children": []}]}, {"name": null, "role": "AXCell", "description": "text/html", "role_description": "cell", "value": 0, "position": "-391.00;-244.00", "size": "0;17", "children": [{"name": null, "role": "AXTextField", "description": "text/html", "role_description": "text field", "value": 0, "position": "-391.00;-244.00", "size": "0;17", "children": []}]}, {"name": null, "role": "AXCell", "description": "text/html", "role_description": "cell", "value": 0, "position": "-391.00;-244.00", "size": "0;17", "children": [{"name": null, "role": "AXTextField", "description": "text/html", "role_description": "text field", "value": 0, "position": "-391.00;-244.00", "size": "0;17", "children": []}]}]}, {"name": null, "role": "AXRow", "description": "text/html, text/html, text/html", "role_description": "row", "value": 0, "position": "-391.00;-244.00", "size": "0;17", "children": [{"name": null, "role": "AXCell", "description": "text/html", "role_description": "cell", "value": 0, "position": "-391.00;-244.00", "size": "0;17", "children": [{"name": null, "role": "AXTextField", "description": "text/html", "role_description": "text field", "value": 0, "position": "-391.00;-244.00", "size": "0;17", "children": []}]}, {"name": null, "role": "AXCell", "description": "text/html", "role_description": "cell", "value": 0, "position": "-391.00;-244.00", "size": "0;17", "children": [{"name": null, "role": "AXTextField", "description": "text/html", "role_description": "text field", "value": 0, "position": "-391.00;-244.00", "size": "0;17", "children": []}]}, {"name": null, "role": "AXCell", "description": "text/html", "role_description": "cell", "value": 0, "position": "-391.00;-244.00", "size": "0;17", "children": [{"name": null, "role": "AXTextField", "description": "text/html", "role_description": "text field", "value": 0, "position": "-391.00;-244.00", "size": "0;17", "children": []}]}]}, {"name": null, "role": "AXRow", "description": "text/html, text/html, text/html", "role_description": "row", "value": 0, "position": "-391.00;-244.00", "size": "0;17", "children": [{"name": null, "role": "AXCell", "description": "text/html", "role_description": "cell", "value": 0, "position": "-391.00;-244.00", "size": "0;17", "children": [{"name": null, "role": "AXTextField", "description": "text/html", "role_description": "text field", "value": 0, "position": "-391.00;-244.00", "size": "0;17", "children": []}]}, {"name": null, "role": "AXCell", "description": "text/html", "role_description": "cell", "value": 0, "position": "-391.00;-244.00", "size": "0;17", "children": [{"name": null, "role": "AXTextField", "description": "text/html", "role_description": "text field", "value": 0, "position": "-391.00;-244.00", "size": "0;17", "children": []}]}, {"name": null, "role": "AXCell", "description": "text/html", "role_description": "cell", "value": 0, "position": "-391.00;-244.00", "size": "0;17", "children": [{"name": null, "role": "AXTextField", "description": "text/html", "role_description": "text field", "value": 0, "position": "-391.00;-244.00", "size": "0;17", "children": []}]}]}, {"name": null, "role": "AXRow", "description": "text/html, text/html, text/html", "role_description": "row", "value": 0, "position": "-391.00;-244.00", "size": "0;17", "children": [{"name": null, "role": "AXCell", "description": "text/html", "role_description": "cell", "value": 0, "position": "-391.00;-244.00", "size": "0;17", "children": [{"name": null, "role": "AXTextField", "description": "text/html", "role_description": "text field", "value": 0, "position": "-391.00;-244.00", "size": "0;17", "children": []}]}, {"name": null, "role": "AXCell", "description": "text/html", "role_description": "cell", "value": 0, "position": "-391.00;-244.00", "size": "0;17", "children": [{"name": null, "role": "AXTextField", "description": "text/html", "role_description": "text field", "value": 0, "position": "-391.00;-244.00", "size": "0;17", "children": []}]}, {"name": null, "role": "AXCell", "description": "text/html", "role_description": "cell", "value": 0, "position": "-391.00;-244.00", "size": "0;17", "children": [{"name": null, "role": "AXTextField", "description": "text/html", "role_description": "text field", "value": 0, "position": "-391.00;-244.00", "size": "0;17", "children": []}]}]}, {"name": null, "role": "AXRow", "description": "text/html, text/html, text/html", "role_description": "row", "value": 0, "position": "-391.00;-244.00", "size": "0;17", "children": [{"name": null, "role": "AXCell", "description": "text/html", "role_description": "cell", "value": 0, "position": "-391.00;-244.00", "size": "0;17", "children": [{"name": null, "role": "AXTextField", "description": "text/html", "role_description": "text field", "value": 0, "position": "-391.00;-244.00", "size": "0;17", "children": []}]}, {"name": null, "role": "AXCell", "description": "text/html", "role_description": "cell", "value": 0, "position": "-391.00;-244.00", "size": "0;17", "children": [{"name": null, "role": "AXTextField", "description": "text/html", "role_description": "text field", "value": 0, "position": "-391.00;-244.00", "size": "0;17", "children": []}]}, {"name": null, "role": "AXCell", "description": "text/html", "role_description": "cell", "value": 0, "position": "-391.00;-244.00", "size": "0;17", "children": [{"name": null, "role": "AXTextField", "description": "text/html", "role_description": "text field", "value": 0, "position": "-391.00;-244.00", "size": "0;17", "children": []}]}]}, {"name": null, "role": "AXRow", "description": "text/html, text/html, text/html", "role_description": "row", "value": 0, "position": "-391.00;-244.00", "size": "0;17", "children": [{"name": null, "role": "AXCell", "description": "text/html", "role_description": "cell", "value": 0, "position": "-391.00;-244.00", "size": "0;17", "children": [{"name": null, "role": "AXTextField", "description": "text/html", "role_description": "text field", "value": 0, "position": "-391.00;-244.00", "size": "0;17", "children": []}]}, {"name": null, "role": "AXCell", "description": "text/html", "role_description": "cell", "value": 0, "position": "-391.00;-244.00", "size": "0;17", "children": [{"name": null, "role": "AXTextField", "description": "text/html", "role_description": "text field", "value": 0, "position": "-391.00;-244.00", "size": "0;17", "children": []}]}, {"name": null, "role": "AXCell", "description": "text/html", "role_description": "cell", "value": 0, "position": "-391.00;-244.00", "size": "0;17", "children": [{"name": null, "role": "AXTextField", "description": "text/html", "role_description": "text field", "value": 0, "position": "-391.00;-244.00", "size": "0;17", "children": []}]}]}, {"name": null, "role": "AXRow", "description": "text/html, text/html, text/html", "role_description": "row", "value": 0, "position": "-391.00;-244.00", "size": "0;17", "children": [{"name": null, "role": "AXCell", "description": "text/html", "role_description": "cell", "value": 0, "position": "-391.00;-244.00", "size": "0;17", "children": [{"name": null, "role": "AXTextField", "description": "text/html", "role_description": "text field", "value": 0, "position": "-391.00;-244.00", "size": "0;17", "children": []}]}, {"name": null, "role": "AXCell", "description": "text/html", "role_description": "cell", "value": 0, "position": "-391.00;-244.00", "size": "0;17", "children": [{"name": null, "role": "AXTextField", "description": "text/html", "role_description": "text field", "value": 0, "position": "-391.00;-244.00", "size": "0;17", "children": []}]}, {"name": null, "role": "AXCell", "description": "text/html", "role_description": "cell", "value": 0, "position": "-391.00;-244.00", "size": "0;17", "children": [{"name": null, "role": "AXTextField", "description": "text/html", "role_description": "text field", "value": 0, "position": "-391.00;-244.00", "size": "0;17", "children": []}]}]}, {"name": null, "role": "AXRow", "description": "text/html, text/html, text/html", "role_description": "row", "value": 0, "position": "-391.00;-244.00", "size": "0;17", "children": [{"name": null, "role": "AXCell", "description": "text/html", "role_description": "cell", "value": 0, "position": "-391.00;-244.00", "size": "0;17", "children": [{"name": null, "role": "AXTextField", "description": "text/html", "role_description": "text field", "value": 0, "position": "-391.00;-244.00", "size": "0;17", "children": []}]}, {"name": null, "role": "AXCell", "description": "text/html", "role_description": "cell", "value": 0, "position": "-391.00;-244.00", "size": "0;17", "children": [{"name": null, "role": "AXTextField", "description": "text/html", "role_description": "text field", "value": 0, "position": "-391.00;-244.00", "size": "0;17", "children": []}]}, {"name": null, "role": "AXCell", "description": "text/html", "role_description": "cell", "value": 0, "position": "-391.00;-244.00", "size": "0;17", "children": [{"name": null, "role": "AXTextField", "description": "text/html", "role_description": "text field", "value": 0, "position": "-391.00;-244.00", "size": "0;17", "children": []}]}]}, {"name": null, "role": "AXRow", "description": "text/html, text/html, text/html", "role_description": "row", "value": 0, "position": "-391.00;-244.00", "size": "0;17", "children": [{"name": null, "role": "AXCell", "description": "text/html", "role_description": "cell", "value": 0, "position": "-391.00;-244.00", "size": "0;17", "children": [{"name": null, "role": "AXTextField", "description": "text/html", "role_description": "text field", "value": 0, "position": "-391.00;-244.00", "size": "0;17", "children": []}]}, {"name": null, "role": "AXCell", "description": "text/html", "role_description": "cell", "value": 0, "position": "-391.00;-244.00", "size": "0;17", "children": [{"name": null, "role": "AXTextField", "description": "text/html", "role_description": "text field", "value": 0, "position": "-391.00;-244.00", "size": "0;17", "children": []}]}, {"name": null, "role": "AXCell", "description": "text/html", "role_description": "cell", "value": 0, "position": "-391.00;-244.00", "size": "0;17", "children": [{"name": null, "role": "AXTextField", "description": "text/html", "role_description": "text field", "value": 0, "position": "-391.00;-244.00", "size": "0;17", "children": []}]}]}]}, {"name": null, "role": "AXTextField", "description": "text/html", "role_description": "text field", "value": null, "position": "-391.00;-244.00", "size": "87;15", "children": []}, {"name": null, "role": "AXTextField", "description": "text/html", "role_description": "text field", "value": null, "position": "-391.00;-244.00", "size": "150;15", "children": []}, {"name": null, "role": "AXTextField", "description": "text/html", "role_description": "text field", "value": null, "position": "-391.00;-244.00", "size": "0;17", "children": []}]}]}, {"name": null, "role": "AXCheckBox", "description": "Reformat according to style", "role_description": "checkbox", "value": 1, "position": "-391.00;-244.00", "size": "199;25", "children": []}, {"name": null, "role": "AXCheckBox", "description": "Enable Live Templates", "role_description": "checkbox", "value": 1, "position": "-391.00;-244.00", "size": "167;25", "children": []}, {"name": null, "role": "AXScrollArea", "description": null, "role_description": "scroll area", "value": 0, "position": "-391.00;-244.00", "size": "481;263", "children": [{"name": null, "role": "AXScrollBar", "description": null, "role_description": "scroll bar", "value": 0, "position": "-391.00;-244.00", "size": "14;261", "children": []}, {"name": null, "role": "AXScrollBar", "description": null, "role_description": "scroll bar", "value": 0, "position": "-391.00;-244.00", "size": "0;0", "children": []}, {"name": null, "role": "AXGroup", "description": "", "role_description": "group", "value": 0, "position": "-391.00;-244.00", "size": "0;0", "children": []}, {"name": null, "role": "AXStaticText", "description": "", "role_description": "text", "value": "", "position": "-391.00;-244.00", "size": "0;0", "children": []}, {"name": null, "role": "AXGroup", "description": null, "role_description": "group", "value": 0, "position": "-391.00;-244.00", "size": "0;286", "children": []}, {"name": null, "role": "AXTextArea", "description": "Editor", "role_description": "text entry area", "value": "<!DOCTYPE html>\n<html lang=\"en\">\n<head>\n  <meta charset=\"UTF-8\">\n  <title>#[[$Title$]]#</title>\n</head>\n<body>\n#[[$END$]]#\n</body>\n</html>", "position": "-391.00;-244.00", "size": "479;286", "children": []}]}, {"name": null, "role": "AXStaticText", "description": "Global Encoding:", "role_description": "text", "value": "Global Encoding:", "position": "-391.00;-244.00", "size": "108;17", "children": []}, {"name": null, "role": "AXButton", "description": "UTF-8", "role_description": "button", "value": null, "position": "-391.00;-244.00", "size": "71;24", "children": []}, {"name": null, "role": "AXStaticText", "description": "Project Encoding:", "role_description": "text", "value": "Project Encoding:", "position": "-391.00;-244.00", "size": "108;17", "children": []}, {"name": null, "role": "AXButton", "description": "<System Default: UTF-8>", "role_description": "button", "value": null, "position": "-391.00;-244.00", "size": "171;24", "children": []}, {"name": null, "role": "AXStaticText", "description": "To change encoding PyCharm uses for a file, a directory, or the entire project, add its path if necessary and then select encoding from the encoding list. Built-in file encoding (e.g. JSP, HTML or XML) overrides encoding you specify here. If not specified, files and directories inherit encoding settings from the parent directory or from the Project Encoding.", "role_description": "text", "value": "To change encoding PyCharm uses for a file, a directory, or the entire project, add its path if necessary and then select encoding from the encoding list. Built-in file encoding (e.g. JSP, HTML or XML) overrides encoding you specify here. If not specified, files and directories inherit encoding settings from the parent directory or from the Project Encoding.", "position": "-391.00;-244.00", "size": "679;59", "children": []}, {"name": null, "role": "AXScrollArea", "description": null, "role_description": "scroll area", "value": 0, "position": "-391.00;-244.00", "size": "677;305", "children": [{"name": null, "role": "AXTable", "description": "table", "role_description": "table", "value": 0, "position": "-391.00;-244.00", "size": "677;280", "children": []}, {"name": null, "role": "AXScrollBar", "description": null, "role_description": "scroll bar", "value": 0, "position": "-391.00;-244.00", "size": "0;0", "children": []}, {"name": null, "role": "AXScrollBar", "description": null, "role_description": "scroll bar", "value": 0, "position": "-391.00;-244.00", "size": "0;0", "children": []}, {"name": null, "role": "AXStaticText", "description": "Path", "role_description": "text", "value": "Path", "position": "-391.00;-244.00", "size": "309;0", "children": []}, {"name": null, "role": "AXStaticText", "description": "Encoding", "role_description": "text", "value": "Encoding", "position": "-391.00;-244.00", "size": "368;0", "children": []}]}, {"name": null, "role": "AXGroup", "description": "Action Toolbar", "role_description": "group", "value": 0, "position": "-391.00;-244.00", "size": "677;24", "children": [{"name": null, "role": "AXButton", "description": "Add", "role_description": "button", "value": null, "position": "-391.00;-244.00", "size": "26;24", "children": []}, {"name": null, "role": "AXButton", "description": "Remove", "role_description": "button", "value": null, "position": "-391.00;-244.00", "size": "26;24", "children": []}, {"name": null, "role": "AXButton", "description": "Edit", "role_description": "button", "value": null, "position": "-391.00;-244.00", "size": "26;24", "children": []}]}, {"name": null, "role": "AXStaticText", "description": "Default encoding for properties files:", "role_description": "text", "value": "Default encoding for properties files:", "position": "-391.00;-244.00", "size": "225;17", "children": []}, {"name": null, "role": "AXButton", "description": "<Properties Default: ISO-8859-1>", "role_description": "button", "value": null, "position": "-391.00;-244.00", "size": "212;24", "children": []}, {"name": null, "role": "AXCheckBox", "description": "Transparent native-to-ascii conversion", "role_description": "checkbox", "value": 0, "position": "-391.00;-244.00", "size": "267;25", "children": []}, {"name": null, "role": "AXStaticText", "description": "Create UTF-8 files:", "role_description": "text", "value": "Create UTF-8 files:", "position": "-391.00;-244.00", "size": "117;17", "children": []}, {"name": null, "role": "AXPopUpButton", "description": "Create UTF-8 files:", "role_description": "pop up button", "value": "with NO BOM", "position": "-391.00;-244.00", "size": "374;34", "children": [{"name": null, "role": "AXPopUpButton", "description": null, "role_description": "pop up button", "value": null, "position": "-391.00;-244.00", "size": "0;0", "children": [{"name": null, "role": "AXMenuItem", "description": null, "role_description": "menu item", "value": null, "position": "-391.00;-244.00", "size": "0;0", "children": [{"name": null, "role": "AXList", "description": "list", "role_description": "list", "value": 0, "position": "-391.00;-244.00", "size": "0;0", "children": [{"name": null, "role": "AXRow", "description": "with BOM", "role_description": "row", "value": 0, "position": "-391.00;-244.00", "size": "0;24", "children": [{"name": null, "role": "AXStaticText", "description": "with BOM", "role_description": "text", "value": 0, "position": "-391.00;-244.00", "size": "0;24", "children": []}]}, {"name": null, "role": "AXRow", "description": "with NO BOM", "role_description": "row", "value": 0, "position": "-391.00;-244.00", "size": "0;24", "children": [{"name": null, "role": "AXStaticText", "description": "with NO BOM", "role_description": "text", "value": 0, "position": "-391.00;-244.00", "size": "0;24", "children": []}]}, {"name": null, "role": "AXRow", "description": "with BOM under Windows, with no BOM otherwise", "role_description": "row", "value": 0, "position": "-391.00;-244.00", "size": "0;24", "children": [{"name": null, "role": "AXStaticText", "description": "with BOM under Windows, with no BOM otherwise", "role_description": "text", "value": 0, "position": "-391.00;-244.00", "size": "0;24", "children": []}]}]}, {"name": null, "role": "AXScrollBar", "description": null, "role_description": "scroll bar", "value": 24, "position": "-391.00;-244.00", "size": "0;0", "children": []}]}]}]}, {"name": null, "role": "AXTextField", "description": "text/html", "role_description": "text field", "value": "\nPyCharm will NOT add UTF-8 BOM  to every created file in UTF-8 encoding", "position": "-391.00;-244.00", "size": "556;16", "children": [{"name": null, "role": "AXTextField", "description": "text/html", "role_description": "text field", "value": null, "position": "-391.00;-244.00", "size": "0;0", "children": []}, {"name": null, "role": "AXTextField", "description": "text/html", "role_description": "text field", "value": null, "position": "-391.00;-244.00", "size": "131;15", "children": []}, {"name": null, "role": "AXTextField", "description": "text/html", "role_description": "text field", "value": null, "position": "-391.00;-244.00", "size": "68;15", "children": []}, {"name": null, "role": "AXTextField", "description": "text/html", "role_description": "text field", "value": null, "position": "-391.00;-244.00", "size": "227;15", "children": []}, {"name": null, "role": "AXTextField", "description": "text/html", "role_description": "text field", "value": null, "position": "-391.00;-244.00", "size": "0;15", "children": []}]}, {"name": null, "role": "AXStaticText", "description": "By default expand with", "role_description": "text", "value": "By default expand with", "position": "-391.00;-244.00", "size": "141;17", "children": []}, {"name": null, "role": "AXPopUpButton", "description": "By default expand with", "role_description": "pop up button", "value": "Tab", "position": "-391.00;-244.00", "size": "123;34", "children": [{"name": null, "role": "AXPopUpButton", "description": null, "role_description": "pop up button", "value": null, "position": "-391.00;-244.00", "size": "0;0", "children": [{"name": null, "role": "AXMenuItem", "description": null, "role_description": "menu item", "value": null, "position": "-391.00;-244.00", "size": "0;0", "children": [{"name": null, "role": "AXList", "description": "list", "role_description": "list", "value": 0, "position": "-391.00;-244.00", "size": "0;0", "children": [{"name": null, "role": "AXRow", "description": "Space", "role_description": "row", "value": 0, "position": "-391.00;-244.00", "size": "0;24", "children": [{"name": null, "role": "AXStaticText", "description": "Space", "role_description": "text", "value": 0, "position": "-391.00;-244.00", "size": "0;24", "children": []}]}, {"name": null, "role": "AXRow", "description": "Tab", "role_description": "row", "value": 0, "position": "-391.00;-244.00", "size": "0;24", "children": [{"name": null, "role": "AXStaticText", "description": "Tab", "role_description": "text", "value": 0, "position": "-391.00;-244.00", "size": "0;24", "children": []}]}, {"name": null, "role": "AXRow", "description": "Enter", "role_description": "row", "value": 0, "position": "-391.00;-244.00", "size": "0;24", "children": [{"name": null, "role": "AXStaticText", "description": "Enter", "role_description": "text", "value": 0, "position": "-391.00;-244.00", "size": "0;24", "children": []}]}, {"name": null, "role": "AXRow", "description": "Custom...", "role_description": "row", "value": 0, "position": "-391.00;-244.00", "size": "0;24", "children": [{"name": null, "role": "AXStaticText", "description": "Custom...", "role_description": "text", "value": 0, "position": "-391.00;-244.00", "size": "0;24", "children": []}]}]}, {"name": null, "role": "AXScrollBar", "description": null, "role_description": "scroll bar", "value": 24, "position": "-391.00;-244.00", "size": "0;0", "children": []}]}]}]}, {"name": null, "role": "AXLink", "description": "Change", "role_description": "link", "value": null, "position": "-391.00;-244.00", "size": "0;0", "children": []}, {"name": null, "role": "AXImage", "description": null, "role_description": "image", "value": null, "position": "-391.00;-244.00", "size": "17;6", "children": []}, {"name": null, "role": "AXScrollArea", "description": null, "role_description": "scroll area", "value": 0, "position": "-391.00;-244.00", "size": "677;281", "children": [{"name": null, "role": "AXOutline", "description": "tree", "role_description": "outline", "value": 0, "position": "-391.00;-244.00", "size": "677;281", "children": [{"name": null, "role": "AXRow", "description": "HTML/XML checked", "role_description": "row", "value": 0, "position": "-391.00;-244.00", "size": "101;24", "children": [{"name": null, "role": "AXCheckBox", "description": "", "role_description": "checkbox", "value": 1, "position": "-391.00;-244.00", "size": "24;24", "children": []}, {"name": null, "role": "AXStaticText", "description": "HTML/XML", "role_description": "text", "value": "HTML/XML", "position": "-391.00;-244.00", "size": "648;24", "children": []}]}, {"name": null, "role": "AXRow", "description": "Python checked", "role_description": "row", "value": 0, "position": "-391.00;-244.00", "size": "75;24", "children": [{"name": null, "role": "AXCheckBox", "description": "", "role_description": "checkbox", "value": 1, "position": "-391.00;-244.00", "size": "24;24", "children": []}, {"name": null, "role": "AXStaticText", "description": "Python", "role_description": "text", "value": "Python", "position": "-391.00;-244.00", "size": "648;24", "children": []}]}, {"name": null, "role": "AXRow", "description": "Shell Script checked", "role_description": "row", "value": 0, "position": "-391.00;-244.00", "size": "102;24", "children": [{"name": null, "role": "AXCheckBox", "description": "", "role_description": "checkbox", "value": 1, "position": "-391.00;-244.00", "size": "24;24", "children": []}, {"name": null, "role": "AXStaticText", "description": "Shell Script", "role_description": "text", "value": "Shell Script", "position": "-391.00;-244.00", "size": "648;24", "children": []}]}, {"name": null, "role": "AXRow", "description": "Zen HTML checked", "role_description": "row", "value": 0, "position": "-391.00;-244.00", "size": "95;24", "children": [{"name": null, "role": "AXCheckBox", "description": "", "role_description": "checkbox", "value": 1, "position": "-391.00;-244.00", "size": "24;24", "children": []}, {"name": null, "role": "AXStaticText", "description": "Zen HTML", "role_description": "text", "value": "Zen HTML", "position": "-391.00;-244.00", "size": "648;24", "children": []}]}, {"name": null, "role": "AXRow", "description": "Zen XSL checked", "role_description": "row", "value": 0, "position": "-391.00;-244.00", "size": "83;24", "children": [{"name": null, "role": "AXCheckBox", "description": "", "role_description": "checkbox", "value": 1, "position": "-391.00;-244.00", "size": "24;24", "children": []}, {"name": null, "role": "AXStaticText", "description": "Zen XSL", "role_description": "text", "value": "Zen XSL", "position": "-391.00;-244.00", "size": "648;24", "children": []}]}]}, {"name": null, "role": "AXScrollBar", "description": null, "role_description": "scroll bar", "value": 0, "position": "-391.00;-244.00", "size": "0;0", "children": []}, {"name": null, "role": "AXScrollBar", "description": null, "role_description": "scroll bar", "value": 0, "position": "-391.00;-244.00", "size": "0;0", "children": []}]}, {"name": null, "role": "AXGroup", "description": "Action Toolbar", "role_description": "group", "value": 0, "position": "-391.00;-244.00", "size": "677;24", "children": [{"name": null, "role": "AXButton", "description": "Add", "role_description": "button", "value": null, "position": "-391.00;-244.00", "size": "26;24", "children": []}, {"name": null, "role": "AXButton", "description": "Remove", "role_description": "button", "value": null, "position": "-391.00;-244.00", "size": "26;24", "children": []}, {"name": null, "role": "AXButton", "description": "Duplicate", "role_description": "button", "value": null, "position": "-391.00;-244.00", "size": "26;24", "children": []}, {"name": null, "role": "AXButton", "description": "Restore deleted default templates", "role_description": "button", "value": null, "position": "-391.00;-244.00", "size": "26;24", "children": []}]}, {"name": null, "role": "AXStaticText", "description": "No live templates are selected", "role_description": "text", "value": "No live templates are selected", "position": "-391.00;-244.00", "size": "679;204", "children": []}, {"name": null, "role": "AXStaticText", "description": "Abbreviation:", "role_description": "text", "value": "Abbreviation:", "position": "-391.00;-244.00", "size": "82;34", "children": []}, {"name": null, "role": "AXTextField", "description": "Abbreviation:", "role_description": "text field", "value": "", "position": "-391.00;-244.00", "size": "147;34", "children": []}, {"name": null, "role": "AXStaticText", "description": "Description:", "role_description": "text", "value": "Description:", "position": "-391.00;-244.00", "size": "74;34", "children": []}, {"name": null, "role": "AXTextField", "description": "Description:", "role_description": "text field", "value": "", "position": "-391.00;-244.00", "size": "343;34", "children": []}, {"name": null, "role": "AXScrollArea", "description": null, "role_description": "scroll area", "value": 0, "position": "-391.00;-244.00", "size": "416;87", "children": [{"name": null, "role": "AXScrollBar", "description": null, "role_description": "scroll bar", "value": 0, "position": "-391.00;-244.00", "size": "14;85", "children": []}, {"name": null, "role": "AXScrollBar", "description": null, "role_description": "scroll bar", "value": 0, "position": "-391.00;-244.00", "size": "0;0", "children": []}, {"name": null, "role": "AXGroup", "description": "", "role_description": "group", "value": 0, "position": "-391.00;-244.00", "size": "0;0", "children": [{"name": null, "role": "AXImage", "description": "", "role_description": "image", "value": null, "position": "-391.00;-244.00", "size": "0;0", "children": []}]}, {"name": null, "role": "AXStaticText", "description": "", "role_description": "text", "value": "", "position": "-391.00;-244.00", "size": "0;0", "children": []}, {"name": null, "role": "AXGroup", "description": null, "role_description": "group", "value": 0, "position": "-391.00;-244.00", "size": "0;132", "children": []}, {"name": null, "role": "AXTextArea", "description": "Editor", "role_description": "text entry area", "value": "", "position": "-391.00;-244.00", "size": "414;132", "children": []}]}, {"name": null, "role": "AXStaticText", "description": "Template text:", "role_description": "text", "value": "Template text:", "position": "-391.00;-244.00", "size": "416;17", "children": []}, {"name": null, "role": "AXButton", "description": "Edit Variables…", "role_description": "button", "value": null, "position": "-391.00;-244.00", "size": "247;34", "children": []}, {"name": null, "role": "AXStaticText", "description": "Expand with", "role_description": "text", "value": "Expand with", "position": "-391.00;-244.00", "size": "75;34", "children": []}, {"name": null, "role": "AXPopUpButton", "description": "Expand with", "role_description": "pop up button", "value": "Default (Tab)", "position": "-391.00;-244.00", "size": "134;34", "children": [{"name": null, "role": "AXPopUpButton", "description": null, "role_description": "pop up button", "value": null, "position": "-391.00;-244.00", "size": "0;0", "children": [{"name": null, "role": "AXMenuItem", "description": null, "role_description": "menu item", "value": null, "position": "-391.00;-244.00", "size": "0;0", "children": [{"name": null, "role": "AXList", "description": "list", "role_description": "list", "value": 0, "position": "-391.00;-244.00", "size": "0;0", "children": [{"name": null, "role": "AXRow", "description": "Default (Tab)", "role_description": "row", "value": 0, "position": "-391.00;-244.00", "size": "0;24", "children": [{"name": null, "role": "AXStaticText", "description": "Default (Tab)", "role_description": "text", "value": 0, "position": "-391.00;-244.00", "size": "0;24", "children": []}]}, {"name": null, "role": "AXRow", "description": "Space", "role_description": "row", "value": 0, "position": "-391.00;-244.00", "size": "0;24", "children": [{"name": null, "role": "AXStaticText", "description": "Space", "role_description": "text", "value": 0, "position": "-391.00;-244.00", "size": "0;24", "children": []}]}, {"name": null, "role": "AXRow", "description": "Tab", "role_description": "row", "value": 0, "position": "-391.00;-244.00", "size": "0;24", "children": [{"name": null, "role": "AXStaticText", "description": "Tab", "role_description": "text", "value": 0, "position": "-391.00;-244.00", "size": "0;24", "children": []}]}, {"name": null, "role": "AXRow", "description": "Enter", "role_description": "row", "value": 0, "position": "-391.00;-244.00", "size": "0;24", "children": [{"name": null, "role": "AXStaticText", "description": "Enter", "role_description": "text", "value": 0, "position": "-391.00;-244.00", "size": "0;24", "children": []}]}, {"name": null, "role": "AXRow", "description": "None", "role_description": "row", "value": 0, "position": "-391.00;-244.00", "size": "0;24", "children": [{"name": null, "role": "AXStaticText", "description": "None", "role_description": "text", "value": 0, "position": "-391.00;-244.00", "size": "0;24", "children": []}]}]}, {"name": null, "role": "AXScrollBar", "description": null, "role_description": "scroll bar", "value": 0, "position": "-391.00;-244.00", "size": "0;0", "children": []}]}]}]}, {"name": null, "role": "AXCheckBox", "description": "Reformat according to style", "role_description": "checkbox", "value": 0, "position": "-391.00;-244.00", "size": "223;25", "children": []}, {"name": null, "role": "AXStaticText", "description": "No applicable contexts. ", "role_description": "text", "value": "No applicable contexts. ", "position": "-391.00;-244.00", "size": "168;17", "children": []}, {"name": null, "role": "AXLink", "description": "Define", "role_description": "link", "value": null, "position": "-391.00;-244.00", "size": "59;17", "children": []}, {"name": null, "role": "AXTabGroup", "description": "Recognized File Types", "role_description": "tab group", "value": "{\n    \"name\": null,\n    \"role\": \"No role\",\n    \"description\": \"\",\n    \"role_description\": \"\",\n    \"value\": null,\n    \"position\": \"\",\n    \"size\": \"\",\n    \"children\": []\n}", "position": "-391.00;-244.00", "size": "679;573", "children": [{"name": null, "role": "No role", "description": "", "role_description": "", "value": null, "position": "", "size": "", "children": []}, {"name": null, "role": "No role", "description": "", "role_description": "", "value": null, "position": "", "size": "", "children": []}, {"name": null, "role": "AXButton", "description": "Associate File Types with PyCharm...", "role_description": "button", "value": null, "position": "-391.00;-244.00", "size": "261;34", "children": []}, {"name": null, "role": "AXStaticText", "description": "", "role_description": "text", "value": "", "position": "-391.00;-244.00", "size": "0;0", "children": []}, {"name": null, "role": "AXImage", "description": null, "role_description": "image", "value": null, "position": "-391.00;-244.00", "size": "16;16", "children": []}, {"name": null, "role": "AXImage", "description": null, "role_description": "image", "value": null, "position": "-391.00;-244.00", "size": "6;17", "children": []}, {"name": null, "role": "AXScrollArea", "description": null, "role_description": "scroll area", "value": 0, "position": "-391.00;-244.00", "size": "195;0", "children": [{"name": null, "role": "AXScrollBar", "description": null, "role_description": "scroll bar", "value": 0, "position": "-391.00;-244.00", "size": "0;0", "children": []}, {"name": null, "role": "AXScrollBar", "description": null, "role_description": "scroll bar", "value": 0, "position": "-391.00;-244.00", "size": "0;0", "children": []}]}, {"name": null, "role": "AXGroup", "description": "Action Toolbar", "role_description": "group", "value": 0, "position": "-391.00;-244.00", "size": "195;24", "children": [{"name": null, "role": "AXButton", "description": "Add", "role_description": "button", "value": null, "position": "-391.00;-244.00", "size": "26;24", "children": []}, {"name": null, "role": "AXButton", "description": "Remove", "role_description": "button", "value": null, "position": "-391.00;-244.00", "size": "26;24", "children": []}, {"name": null, "role": "AXButton", "description": "Edit", "role_description": "button", "value": null, "position": "-391.00;-244.00", "size": "26;24", "children": []}]}, {"name": null, "role": "AXScrollArea", "description": null, "role_description": "scroll area", "value": 0, "position": "-391.00;-244.00", "size": "197;442", "children": [{"name": null, "role": "AXScrollBar", "description": null, "role_description": "scroll bar", "value": 4, "position": "-391.00;-244.00", "size": "14;441", "children": []}, {"name": null, "role": "AXScrollBar", "description": null, "role_description": "scroll bar", "value": 0, "position": "-391.00;-244.00", "size": "181;14", "children": []}, {"name": null, "role": "AXList", "description": "list", "role_description": "list", "value": 0, "position": "-391.00;-244.00", "size": "291;1150", "children": [{"name": null, "role": "AXRow", "description": ".gitignore (GitIgnore)", "role_description": "row", "value": 0, "position": "-391.00;-244.00", "size": "291;24", "children": [{"name": null, "role": "AXStaticText", "description": ".gitignore (GitIgnore)", "role_description": "text", "value": 0, "position": "-391.00;-244.00", "size": "291;24", "children": []}]}, {"name": null, "role": "AXRow", "description": ".hgignore (HgIgnore)", "role_description": "row", "value": 0, "position": "-391.00;-244.00", "size": "291;24", "children": [{"name": null, "role": "AXStaticText", "description": ".hgignore (HgIgnore)", "role_description": "text", "value": 0, "position": "-391.00;-244.00", "size": "291;24", "children": []}]}, {"name": null, "role": "AXRow", "description": ".ignore (IgnoreLang)", "role_description": "row", "value": 0, "position": "-391.00;-244.00", "size": "291;24", "children": [{"name": null, "role": "AXStaticText", "description": ".ignore (IgnoreLang)", "role_description": "text", "value": 0, "position": "-391.00;-244.00", "size": "291;24", "children": []}]}, {"name": null, "role": "AXRow", "description": "Archive", "role_description": "row", "value": 0, "position": "-391.00;-244.00", "size": "291;24", "children": [{"name": null, "role": "AXStaticText", "description": "Archive", "role_description": "text", "value": 0, "position": "-391.00;-244.00", "size": "291;24", "children": []}]}, {"name": null, "role": "AXRow", "description": "AspectJ (syntax highlighting only)", "role_description": "row", "value": 0, "position": "-391.00;-244.00", "size": "291;24", "children": [{"name": null, "role": "AXStaticText", "description": "AspectJ (syntax highlighting only)", "role_description": "text", "value": 0, "position": "-391.00;-244.00", "size": "291;24", "children": []}]}, {"name": null, "role": "AXRow", "description": "C#", "role_description": "row", "value": 0, "position": "-391.00;-244.00", "size": "291;24", "children": [{"name": null, "role": "AXStaticText", "description": "C#", "role_description": "text", "value": 0, "position": "-391.00;-244.00", "size": "291;24", "children": []}]}, {"name": null, "role": "AXRow", "description": "C/C++", "role_description": "row", "value": 0, "position": "-391.00;-244.00", "size": "291;24", "children": [{"name": null, "role": "AXStaticText", "description": "C/C++", "role_description": "text", "value": 0, "position": "-391.00;-244.00", "size": "291;24", "children": []}]}, {"name": null, "role": "AXRow", "description": "CSS (syntax highlighting only)", "role_description": "row", "value": 0, "position": "-391.00;-244.00", "size": "291;24", "children": [{"name": null, "role": "AXStaticText", "description": "CSS (syntax highlighting only)", "role_description": "text", "value": 0, "position": "-391.00;-244.00", "size": "291;24", "children": []}]}, {"name": null, "role": "AXRow", "description": "exclude (GitExclude)", "role_description": "row", "value": 0, "position": "-391.00;-244.00", "size": "291;24", "children": [{"name": null, "role": "AXStaticText", "description": "exclude (GitExclude)", "role_description": "text", "value": 0, "position": "-391.00;-244.00", "size": "291;24", "children": []}]}, {"name": null, "role": "AXRow", "description": "File containing settings for editor", "role_description": "row", "value": 0, "position": "-391.00;-244.00", "size": "291;24", "children": [{"name": null, "role": "AXStaticText", "description": "File containing settings for editor", "role_description": "text", "value": 0, "position": "-391.00;-244.00", "size": "291;24", "children": []}]}, {"name": null, "role": "AXRow", "description": "File type auto-detected by file content", "role_description": "row", "value": 0, "position": "-391.00;-244.00", "size": "291;24", "children": [{"name": null, "role": "AXStaticText", "description": "File type auto-detected by file content", "role_description": "text", "value": 0, "position": "-391.00;-244.00", "size": "291;24", "children": []}]}, {"name": null, "role": "AXRow", "description": "Files opened in associated applications", "role_description": "row", "value": 0, "position": "-391.00;-244.00", "size": "291;24", "children": [{"name": null, "role": "AXStaticText", "description": "Files opened in associated applications", "role_description": "text", "value": 0, "position": "-391.00;-244.00", "size": "291;24", "children": []}]}, {"name": null, "role": "AXRow", "description": "Haskell", "role_description": "row", "value": 0, "position": "-391.00;-244.00", "size": "291;24", "children": [{"name": null, "role": "AXStaticText", "description": "Haskell", "role_description": "text", "value": 0, "position": "-391.00;-244.00", "size": "291;24", "children": []}]}, {"name": null, "role": "AXRow", "description": "HTML", "role_description": "row", "value": 0, "position": "-391.00;-244.00", "size": "291;24", "children": [{"name": null, "role": "AXStaticText", "description": "HTML", "role_description": "text", "value": 0, "position": "-391.00;-244.00", "size": "291;24", "children": []}]}, {"name": null, "role": "AXRow", "description": "IDL", "role_description": "row", "value": 0, "position": "-391.00;-244.00", "size": "291;24", "children": [{"name": null, "role": "AXStaticText", "description": "IDL", "role_description": "text", "value": 0, "position": "-391.00;-244.00", "size": "291;24", "children": []}]}, {"name": null, "role": "AXRow", "description": "Image", "role_description": "row", "value": 0, "position": "-391.00;-244.00", "size": "291;24", "children": [{"name": null, "role": "AXStaticText", "description": "Image", "role_description": "text", "value": 0, "position": "-391.00;-244.00", "size": "291;24", "children": []}]}, {"name": null, "role": "AXRow", "description": "JavaFX", "role_description": "row", "value": 0, "position": "-391.00;-244.00", "size": "291;24", "children": [{"name": null, "role": "AXStaticText", "description": "JavaFX", "role_description": "text", "value": 0, "position": "-391.00;-244.00", "size": "291;24", "children": []}]}, {"name": null, "role": "AXRow", "description": "JavaScript (syntax highlighting only)", "role_description": "row", "value": 0, "position": "-391.00;-244.00", "size": "291;24", "children": [{"name": null, "role": "AXStaticText", "description": "JavaScript (syntax highlighting only)", "role_description": "text", "value": 0, "position": "-391.00;-244.00", "size": "291;24", "children": []}]}, {"name": null, "role": "AXRow", "description": "JIRA query", "role_description": "row", "value": 0, "position": "-391.00;-244.00", "size": "291;24", "children": [{"name": null, "role": "AXStaticText", "description": "JIRA query", "role_description": "text", "value": 0, "position": "-391.00;-244.00", "size": "291;24", "children": []}]}, {"name": null, "role": "AXRow", "description": "JSON", "role_description": "row", "value": 0, "position": "-391.00;-244.00", "size": "291;24", "children": [{"name": null, "role": "AXStaticText", "description": "JSON", "role_description": "text", "value": 0, "position": "-391.00;-244.00", "size": "291;24", "children": []}]}, {"name": null, "role": "AXRow", "description": "JSON lines", "role_description": "row", "value": 0, "position": "-391.00;-244.00", "size": "291;24", "children": [{"name": null, "role": "AXStaticText", "description": "JSON lines", "role_description": "text", "value": 0, "position": "-391.00;-244.00", "size": "291;24", "children": []}]}, {"name": null, "role": "AXRow", "description": "JSON5", "role_description": "row", "value": 0, "position": "-391.00;-244.00", "size": "291;24", "children": [{"name": null, "role": "AXStaticText", "description": "JSON5", "role_description": "text", "value": 0, "position": "-391.00;-244.00", "size": "291;24", "children": []}]}, {"name": null, "role": "AXRow", "description": "JSP (syntax highlighting only)", "role_description": "row", "value": 0, "position": "-391.00;-244.00", "size": "291;24", "children": [{"name": null, "role": "AXStaticText", "description": "JSP (syntax highlighting only)", "role_description": "text", "value": 0, "position": "-391.00;-244.00", "size": "291;24", "children": []}]}, {"name": null, "role": "AXRow", "description": "Markdown", "role_description": "row", "value": 0, "position": "-391.00;-244.00", "size": "291;24", "children": [{"name": null, "role": "AXStaticText", "description": "Markdown", "role_description": "text", "value": 0, "position": "-391.00;-244.00", "size": "291;24", "children": []}]}, {"name": null, "role": "AXRow", "description": "Patch", "role_description": "row", "value": 0, "position": "-391.00;-244.00", "size": "291;24", "children": [{"name": null, "role": "AXStaticText", "description": "Patch", "role_description": "text", "value": 0, "position": "-391.00;-244.00", "size": "291;24", "children": []}]}, {"name": null, "role": "AXRow", "description": "Perl", "role_description": "row", "value": 0, "position": "-391.00;-244.00", "size": "291;24", "children": [{"name": null, "role": "AXStaticText", "description": "Perl", "role_description": "text", "value": 0, "position": "-391.00;-244.00", "size": "291;24", "children": []}]}, {"name": null, "role": "AXRow", "description": "PHP (syntax highlighting only)", "role_description": "row", "value": 0, "position": "-391.00;-244.00", "size": "291;24", "children": [{"name": null, "role": "AXStaticText", "description": "PHP (syntax highlighting only)", "role_description": "text", "value": 0, "position": "-391.00;-244.00", "size": "291;24", "children": []}]}, {"name": null, "role": "AXRow", "description": "Properties", "role_description": "row", "value": 0, "position": "-391.00;-244.00", "size": "291;24", "children": [{"name": null, "role": "AXStaticText", "description": "Properties", "role_description": "text", "value": 0, "position": "-391.00;-244.00", "size": "291;24", "children": []}]}, {"name": null, "role": "AXRow", "description": "Python", "role_description": "row", "value": 0, "position": "-391.00;-244.00", "size": "291;24", "children": [{"name": null, "role": "AXStaticText", "description": "Python", "role_description": "text", "value": 0, "position": "-391.00;-244.00", "size": "291;24", "children": []}]}, {"name": null, "role": "AXRow", "description": "Python stub", "role_description": "row", "value": 0, "position": "-391.00;-244.00", "size": "291;24", "children": [{"name": null, "role": "AXStaticText", "description": "Python stub", "role_description": "text", "value": 0, "position": "-391.00;-244.00", "size": "291;24", "children": []}]}, {"name": null, "role": "AXRow", "description": "Qt resource file", "role_description": "row", "value": 0, "position": "-391.00;-244.00", "size": "291;24", "children": [{"name": null, "role": "AXStaticText", "description": "Qt resource file", "role_description": "text", "value": 0, "position": "-391.00;-244.00", "size": "291;24", "children": []}]}, {"name": null, "role": "AXRow", "description": "Qt UI Designer form", "role_description": "row", "value": 0, "position": "-391.00;-244.00", "size": "291;24", "children": [{"name": null, "role": "AXStaticText", "description": "Qt UI Designer form", "role_description": "text", "value": 0, "position": "-391.00;-244.00", "size": "291;24", "children": []}]}, {"name": null, "role": "AXRow", "description": "Regular expression", "role_description": "row", "value": 0, "position": "-391.00;-244.00", "size": "291;24", "children": [{"name": null, "role": "AXStaticText", "description": "Regular expression", "role_description": "text", "value": 0, "position": "-391.00;-244.00", "size": "291;24", "children": []}]}, {"name": null, "role": "AXRow", "description": "RELAX NG compact syntax", "role_description": "row", "value": 0, "position": "-391.00;-244.00", "size": "291;24", "children": [{"name": null, "role": "AXStaticText", "description": "RELAX NG compact syntax", "role_description": "text", "value": 0, "position": "-391.00;-244.00", "size": "291;24", "children": []}]}, {"name": null, "role": "AXRow", "description": "Requirements.txt", "role_description": "row", "value": 0, "position": "-391.00;-244.00", "size": "291;24", "children": [{"name": null, "role": "AXStaticText", "description": "Requirements.txt", "role_description": "text", "value": 0, "position": "-391.00;-244.00", "size": "291;24", "children": []}]}, {"name": null, "role": "AXRow", "description": "reStructuredText", "role_description": "row", "value": 0, "position": "-391.00;-244.00", "size": "291;24", "children": [{"name": null, "role": "AXStaticText", "description": "reStructuredText", "role_description": "text", "value": 0, "position": "-391.00;-244.00", "size": "291;24", "children": []}]}, {"name": null, "role": "AXRow", "description": "Scalable Vector Graphics", "role_description": "row", "value": 0, "position": "-391.00;-244.00", "size": "291;24", "children": [{"name": null, "role": "AXStaticText", "description": "Scalable Vector Graphics", "role_description": "text", "value": 0, "position": "-391.00;-244.00", "size": "291;24", "children": []}]}, {"name": null, "role": "AXRow", "description": "Shell script", "role_description": "row", "value": 0, "position": "-391.00;-244.00", "size": "291;24", "children": [{"name": null, "role": "AXStaticText", "description": "Shell script", "role_description": "text", "value": 0, "position": "-391.00;-244.00", "size": "291;24", "children": []}]}, {"name": null, "role": "AXRow", "description": "Spell checker dictionary", "role_description": "row", "value": 0, "position": "-391.00;-244.00", "size": "291;24", "children": [{"name": null, "role": "AXStaticText", "description": "Spell checker dictionary", "role_description": "text", "value": 0, "position": "-391.00;-244.00", "size": "291;24", "children": []}]}, {"name": null, "role": "AXRow", "description": "SQL (syntax highlighting only)", "role_description": "row", "value": 0, "position": "-391.00;-244.00", "size": "291;24", "children": [{"name": null, "role": "AXStaticText", "description": "SQL (syntax highlighting only)", "role_description": "text", "value": 0, "position": "-391.00;-244.00", "size": "291;24", "children": []}]}, {"name": null, "role": "AXRow", "description": "Static analysis results interchange format", "role_description": "row", "value": 0, "position": "-391.00;-244.00", "size": "291;24", "children": [{"name": null, "role": "AXStaticText", "description": "Static analysis results interchange format", "role_description": "text", "value": 0, "position": "-391.00;-244.00", "size": "291;24", "children": []}]}, {"name": null, "role": "AXRow", "description": "Text", "role_description": "row", "value": 0, "position": "-391.00;-244.00", "size": "291;24", "children": [{"name": null, "role": "AXStaticText", "description": "Text", "role_description": "text", "value": 0, "position": "-391.00;-244.00", "size": "291;24", "children": []}]}, {"name": null, "role": "AXRow", "description": "TOML", "role_description": "row", "value": 0, "position": "-391.00;-244.00", "size": "291;24", "children": [{"name": null, "role": "AXStaticText", "description": "TOML", "role_description": "text", "value": 0, "position": "-391.00;-244.00", "size": "291;24", "children": []}]}, {"name": null, "role": "AXRow", "description": "XHTML", "role_description": "row", "value": 0, "position": "-391.00;-244.00", "size": "291;24", "children": [{"name": null, "role": "AXStaticText", "description": "XHTML", "role_description": "text", "value": 0, "position": "-391.00;-244.00", "size": "291;24", "children": []}]}, {"name": null, "role": "AXRow", "description": "XML", "role_description": "row", "value": 0, "position": "-391.00;-244.00", "size": "291;24", "children": [{"name": null, "role": "AXStaticText", "description": "XML", "role_description": "text", "value": 0, "position": "-391.00;-244.00", "size": "291;24", "children": []}]}, {"name": null, "role": "AXRow", "description": "XML Document Type Definition", "role_description": "row", "value": 0, "position": "-391.00;-244.00", "size": "291;24", "children": [{"name": null, "role": "AXStaticText", "description": "XML Document Type Definition", "role_description": "text", "value": 0, "position": "-391.00;-244.00", "size": "291;24", "children": []}]}, {"name": null, "role": "AXRow", "description": "YAML", "role_description": "row", "value": 0, "position": "-391.00;-244.00", "size": "291;24", "children": [{"name": null, "role": "AXStaticText", "description": "YAML", "role_description": "text", "value": 0, "position": "-391.00;-244.00", "size": "291;24", "children": []}]}]}]}, {"name": null, "role": "AXScrollArea", "description": null, "role_description": "scroll area", "value": 0, "position": "-391.00;-244.00", "size": "457;0", "children": [{"name": null, "role": "AXScrollBar", "description": null, "role_description": "scroll bar", "value": 0, "position": "-391.00;-244.00", "size": "0;0", "children": []}, {"name": null, "role": "AXScrollBar", "description": null, "role_description": "scroll bar", "value": 0, "position": "-391.00;-244.00", "size": "0;0", "children": []}]}, {"name": null, "role": "AXGroup", "description": "Action Toolbar", "role_description": "group", "value": 0, "position": "-391.00;-244.00", "size": "457;24", "children": [{"name": null, "role": "AXButton", "description": "Add", "role_description": "button", "value": null, "position": "-391.00;-244.00", "size": "26;24", "children": []}, {"name": null, "role": "AXButton", "description": "Remove", "role_description": "button", "value": null, "position": "-391.00;-244.00", "size": "26;24", "children": []}, {"name": null, "role": "AXButton", "description": "Edit", "role_description": "button", "value": null, "position": "-391.00;-244.00", "size": "26;24", "children": []}]}, {"name": null, "role": "AXScrollArea", "description": null, "role_description": "scroll area", "value": 0, "position": "-391.00;-244.00", "size": "459;155", "children": [{"name": null, "role": "AXList", "description": "list", "role_description": "list", "value": 0, "position": "-391.00;-244.00", "size": "457;154", "children": [{"name": null, "role": "AXRow", "description": "*.gitignore", "role_description": "row", "value": 0, "position": "-391.00;-244.00", "size": "457;24", "children": [{"name": null, "role": "AXStaticText", "description": "*.gitignore", "role_description": "text", "value": 0, "position": "-391.00;-244.00", "size": "457;24", "children": []}]}]}, {"name": null, "role": "AXScrollBar", "description": null, "role_description": "scroll bar", "value": 0, "position": "-391.00;-244.00", "size": "0;0", "children": []}, {"name": null, "role": "AXScrollBar", "description": null, "role_description": "scroll bar", "value": 0, "position": "-391.00;-244.00", "size": "0;0", "children": []}]}, {"name": null, "role": "AXScrollArea", "description": null, "role_description": "scroll area", "value": 0, "position": "-391.00;-244.00", "size": "457;0", "children": [{"name": null, "role": "AXScrollBar", "description": null, "role_description": "scroll bar", "value": 0, "position": "-391.00;-244.00", "size": "0;0", "children": []}, {"name": null, "role": "AXScrollBar", "description": null, "role_description": "scroll bar", "value": 0, "position": "-391.00;-244.00", "size": "0;0", "children": []}]}, {"name": null, "role": "AXGroup", "description": "Action Toolbar", "role_description": "group", "value": 0, "position": "-391.00;-244.00", "size": "457;24", "children": [{"name": null, "role": "AXButton", "description": "Add HashBang Pattern", "role_description": "button", "value": null, "position": "-391.00;-244.00", "size": "26;24", "children": []}, {"name": null, "role": "AXButton", "description": "Remove", "role_description": "button", "value": null, "position": "-391.00;-244.00", "size": "26;24", "children": []}, {"name": null, "role": "AXButton", "description": "Edit", "role_description": "button", "value": null, "position": "-391.00;-244.00", "size": "26;24", "children": []}]}, {"name": null, "role": "AXScrollArea", "description": null, "role_description": "scroll area", "value": 0, "position": "-391.00;-244.00", "size": "459;205", "children": [{"name": null, "role": "AXList", "description": "list", "role_description": "list", "value": 0, "position": "-391.00;-244.00", "size": "457;204", "children": []}, {"name": null, "role": "AXScrollBar", "description": null, "role_description": "scroll bar", "value": 0, "position": "-391.00;-244.00", "size": "0;0", "children": []}, {"name": null, "role": "AXScrollBar", "description": null, "role_description": "scroll bar", "value": 0, "position": "-391.00;-244.00", "size": "0;0", "children": []}]}]}, {"name": null, "role": "AXStaticText", "description": "Default project copyright:", "role_description": "text", "value": "Default project copyright:", "position": "-391.00;-244.00", "size": "157;34", "children": []}, {"name": null, "role": "AXPopUpButton", "description": "Default project copyright:", "role_description": "pop up button", "value": null, "position": "-391.00;-244.00", "size": "512;34", "children": [{"name": null, "role": "AXPopUpButton", "description": null, "role_description": "pop up button", "value": null, "position": "-391.00;-244.00", "size": "0;0", "children": [{"name": null, "role": "AXMenuItem", "description": null, "role_description": "menu item", "value": null, "position": "-391.00;-244.00", "size": "0;0", "children": [{"name": null, "role": "AXList", "description": "list", "role_description": "list", "value": 0, "position": "-391.00;-244.00", "size": "0;0", "children": [{"name": null, "role": "AXRow", "description": "No copyright", "role_description": "row", "value": 0, "position": "-391.00;-244.00", "size": "0;24", "children": [{"name": null, "role": "AXStaticText", "description": "No copyright", "role_description": "text", "value": 0, "position": "-391.00;-244.00", "size": "0;24", "children": []}]}]}, {"name": null, "role": "AXScrollBar", "description": null, "role_description": "scroll bar", "value": 0, "position": "-391.00;-244.00", "size": "0;0", "children": []}]}]}]}, {"name": null, "role": "AXScrollArea", "description": null, "role_description": "scroll area", "value": 0, "position": "-391.00;-244.00", "size": "677;475", "children": [{"name": null, "role": "AXTable", "description": "table", "role_description": "table", "value": 0, "position": "-391.00;-244.00", "size": "677;450", "children": []}, {"name": null, "role": "AXScrollBar", "description": null, "role_description": "scroll bar", "value": 0, "position": "-391.00;-244.00", "size": "0;0", "children": []}, {"name": null, "role": "AXScrollBar", "description": null, "role_description": "scroll bar", "value": 0, "position": "-391.00;-244.00", "size": "0;0", "children": []}, {"name": null, "role": "AXStaticText", "description": "Scope", "role_description": "text", "value": "Scope", "position": "-391.00;-244.00", "size": "339;0", "children": []}, {"name": null, "role": "AXStaticText", "description": "Copyright", "role_description": "text", "value": "Copyright", "position": "-391.00;-244.00", "size": "338;0", "children": []}]}, {"name": null, "role": "AXGroup", "description": "Action Toolbar", "role_description": "group", "value": 0, "position": "-391.00;-244.00", "size": "677;24", "children": [{"name": null, "role": "AXButton", "description": "Add", "role_description": "button", "value": null, "position": "-391.00;-244.00", "size": "26;24", "children": []}, {"name": null, "role": "AXButton", "description": "Remove", "role_description": "button", "value": null, "position": "-391.00;-244.00", "size": "26;24", "children": []}, {"name": null, "role": "AXButton", "description": "Up", "role_description": "button", "value": null, "position": "-391.00;-244.00", "size": "26;24", "children": []}, {"name": null, "role": "AXButton", "description": "Down", "role_description": "button", "value": null, "position": "-391.00;-244.00", "size": "26;24", "children": []}]}, {"name": null, "role": "AXLink", "description": "Select Scopes to add new scopes or modify existing ones", "role_description": "link", "value": null, "position": "-391.00;-244.00", "size": "679;17", "children": []}, {"name": null, "role": "AXRadioButton", "description": "No copyright", "role_description": "radio button", "value": 0, "position": "-391.00;-244.00", "size": "0;0", "children": []}, {"name": null, "role": "AXRadioButton", "description": "Use default settings", "role_description": "radio button", "value": 1, "position": "-391.00;-244.00", "size": "0;0", "children": []}, {"name": null, "role": "AXRadioButton", "description": "Use custom formatting options", "role_description": "radio button", "value": 0, "position": "-391.00;-244.00", "size": "0;0", "children": []}, {"name": null, "role": "AXStaticText", "description": "Comment Type", "role_description": "text", "value": "Comment Type", "position": "-391.00;-244.00", "size": "94;17", "children": []}, {"name": null, "role": "AXRadioButton", "description": "Use block comment", "role_description": "radio button", "value": 1, "position": "-391.00;-244.00", "size": "150;25", "children": []}, {"name": null, "role": "AXCheckBox", "description": "Prefix each line", "role_description": "checkbox", "value": 1, "position": "-391.00;-244.00", "size": "122;25", "children": []}, {"name": null, "role": "AXRadioButton", "description": "Use line comment", "role_description": "radio button", "value": 0, "position": "-391.00;-244.00", "size": "138;25", "children": []}, {"name": null, "role": "AXStaticText", "description": "Relative Location", "role_description": "text", "value": "Relative Location", "position": "-391.00;-244.00", "size": "105;17", "children": []}, {"name": null, "role": "AXRadioButton", "description": "Before other comments", "role_description": "radio button", "value": 1, "position": "-391.00;-244.00", "size": "173;25", "children": []}, {"name": null, "role": "AXRadioButton", "description": "After other comments", "role_description": "radio button", "value": 0, "position": "-391.00;-244.00", "size": "163;25", "children": []}, {"name": null, "role": "AXStaticText", "description": "Borders", "role_description": "text", "value": "Borders", "position": "-391.00;-244.00", "size": "48;17", "children": []}, {"name": null, "role": "AXCheckBox", "description": "Separator before", "role_description": "checkbox", "value": 0, "position": "-391.00;-244.00", "size": "133;25", "children": []}, {"name": null, "role": "AXStaticText", "description": "Length:", "role_description": "text", "value": "Length:", "position": "-391.00;-244.00", "size": "46;17", "children": []}, {"name": null, "role": "AXTextField", "description": "Length:", "role_description": "text field", "value": "80", "position": "-391.00;-244.00", "size": "72;34", "children": []}, {"name": null, "role": "AXCheckBox", "description": "Separator after", "role_description": "checkbox", "value": 0, "position": "-391.00;-244.00", "size": "121;25", "children": []}, {"name": null, "role": "AXStaticText", "description": "Length:", "role_description": "text", "value": "Length:", "position": "-391.00;-244.00", "size": "46;17", "children": []}, {"name": null, "role": "AXTextField", "description": "Length:", "role_description": "text field", "value": "80", "position": "-391.00;-244.00", "size": "72;34", "children": []}, {"name": null, "role": "AXStaticText", "description": "Separator:", "role_description": "text", "value": "Separator:", "position": "-391.00;-244.00", "size": "64;17", "children": []}, {"name": null, "role": "AXTextField", "description": "Separator:", "role_description": "text field", "value": "", "position": "-391.00;-244.00", "size": "50;34", "children": []}, {"name": null, "role": "AXCheckBox", "description": "Box", "role_description": "checkbox", "value": 0, "position": "-391.00;-244.00", "size": "51;25", "children": []}, {"name": null, "role": "AXCheckBox", "description": "Add blank line before", "role_description": "checkbox", "value": 0, "position": "-391.00;-244.00", "size": "159;25", "children": []}, {"name": null, "role": "AXCheckBox", "description": "Add blank line after", "role_description": "checkbox", "value": 1, "position": "-391.00;-244.00", "size": "148;25", "children": []}, {"name": null, "role": "AXScrollArea", "description": null, "role_description": "scroll area", "value": 0, "position": "-391.00;-244.00", "size": "683;341", "children": [{"name": null, "role": "AXTextField", "description": null, "role_description": "text field", "value": "<No comments>", "position": "-391.00;-244.00", "size": "677;335", "children": []}, {"name": null, "role": "AXScrollBar", "description": null, "role_description": "scroll bar", "value": 0, "position": "-391.00;-244.00", "size": "0;0", "children": []}, {"name": null, "role": "AXScrollBar", "description": null, "role_description": "scroll bar", "value": 0, "position": "-391.00;-244.00", "size": "0;0", "children": []}]}, {"name": null, "role": "AXScrollArea", "description": null, "role_description": "scroll area", "value": 0, "position": "-391.00;-244.00", "size": "142;575", "children": [{"name": null, "role": "AXOutline", "description": "tree", "role_description": "outline", "value": 0, "position": "-391.00;-244.00", "size": "142;575", "children": []}, {"name": null, "role": "AXScrollBar", "description": null, "role_description": "scroll bar", "value": 0, "position": "-391.00;-244.00", "size": "0;0", "children": []}, {"name": null, "role": "AXScrollBar", "description": null, "role_description": "scroll bar", "value": 0, "position": "-391.00;-244.00", "size": "0;0", "children": []}]}, {"name": null, "role": "AXGroup", "description": "Action Toolbar", "role_description": "group", "value": 0, "position": "-391.00;-244.00", "size": "142;24", "children": [{"name": null, "role": "AXButton", "description": "Add Profile", "role_description": "button", "value": null, "position": "-391.00;-244.00", "size": "26;24", "children": []}, {"name": null, "role": "AXButton", "description": "Delete", "role_description": "button", "value": null, "position": "-391.00;-244.00", "size": "26;24", "children": []}, {"name": null, "role": "AXButton", "description": "Copy", "role_description": "button", "value": null, "position": "-391.00;-244.00", "size": "26;24", "children": []}, {"name": null, "role": "AXButton", "description": "Import", "role_description": "button", "value": null, "position": "-391.00;-244.00", "size": "26;24", "children": []}]}, {"name": null, "role": "AXStaticText", "description": "Select a profile to view or edit its details here", "role_description": "text", "value": "Select a profile to view or edit its details here", "position": "-391.00;-244.00", "size": "568;600", "children": []}, {"name": null, "role": "AXScrollArea", "description": null, "role_description": "scroll area", "value": 0, "position": "-391.00;-244.00", "size": "711;600", "children": [{"name": null, "role": "AXScrollBar", "description": null, "role_description": "scroll bar", "value": 0, "position": "-391.00;-244.00", "size": "0;0", "children": []}, {"name": null, "role": "AXScrollBar", "description": null, "role_description": "scroll bar", "value": 0, "position": "-391.00;-244.00", "size": "0;0", "children": []}, {"name": null, "role": "AXRadioButton", "description": "No copyright", "role_description": "radio button", "value": 0, "position": "-391.00;-244.00", "size": "108;25", "children": []}, {"name": null, "role": "AXRadioButton", "description": "Use default settings", "role_description": "radio button", "value": 1, "position": "-391.00;-244.00", "size": "152;25", "children": []}, {"name": null, "role": "AXRadioButton", "description": "Use custom formatting options", "role_description": "radio button", "value": 0, "position": "-391.00;-244.00", "size": "218;25", "children": []}, {"name": null, "role": "AXStaticText", "description": "Comment Type", "role_description": "text", "value": "Comment Type", "position": "-391.00;-244.00", "size": "94;17", "children": []}, {"name": null, "role": "AXRadioButton", "description": "Use block comment", "role_description": "radio button", "value": 1, "position": "-391.00;-244.00", "size": "150;25", "children": []}, {"name": null, "role": "AXCheckBox", "description": "Prefix each line", "role_description": "checkbox", "value": 0, "position": "-391.00;-244.00", "size": "122;25", "children": []}, {"name": null, "role": "AXRadioButton", "description": "Use line comment", "role_description": "radio button", "value": 0, "position": "-391.00;-244.00", "size": "138;25", "children": []}, {"name": null, "role": "AXStaticText", "description": "Relative Location", "role_description": "text", "value": "Relative Location", "position": "-391.00;-244.00", "size": "105;17", "children": []}, {"name": null, "role": "AXRadioButton", "description": "Before other comments", "role_description": "radio button", "value": 1, "position": "-391.00;-244.00", "size": "173;25", "children": []}, {"name": null, "role": "AXRadioButton", "description": "After other comments", "role_description": "radio button", "value": 0, "position": "-391.00;-244.00", "size": "163;25", "children": []}, {"name": null, "role": "AXStaticText", "description": "Borders", "role_description": "text", "value": "Borders", "position": "-391.00;-244.00", "size": "48;17", "children": []}, {"name": null, "role": "AXCheckBox", "description": "Separator before", "role_description": "checkbox", "value": 0, "position": "-391.00;-244.00", "size": "133;25", "children": []}, {"name": null, "role": "AXStaticText", "description": "Length:", "role_description": "text", "value": "Length:", "position": "-391.00;-244.00", "size": "46;17", "children": []}, {"name": null, "role": "AXTextField", "description": "Length:", "role_description": "text field", "value": "80", "position": "-391.00;-244.00", "size": "72;34", "children": []}, {"name": null, "role": "AXCheckBox", "description": "Separator after", "role_description": "checkbox", "value": 0, "position": "-391.00;-244.00", "size": "121;25", "children": []}, {"name": null, "role": "AXStaticText", "description": "Length:", "role_description": "text", "value": "Length:", "position": "-391.00;-244.00", "size": "46;17", "children": []}, {"name": null, "role": "AXTextField", "description": "Length:", "role_description": "text field", "value": "80", "position": "-391.00;-244.00", "size": "72;34", "children": []}, {"name": null, "role": "AXStaticText", "description": "Separator:", "role_description": "text", "value": "Separator:", "position": "-391.00;-244.00", "size": "64;17", "children": []}, {"name": null, "role": "AXTextField", "description": "Separator:", "role_description": "text field", "value": "", "position": "-391.00;-244.00", "size": "50;34", "children": []}, {"name": null, "role": "AXCheckBox", "description": "Box", "role_description": "checkbox", "value": 0, "position": "-391.00;-244.00", "size": "51;25", "children": []}, {"name": null, "role": "AXCheckBox", "description": "Add blank line before", "role_description": "checkbox", "value": 0, "position": "-391.00;-244.00", "size": "159;25", "children": []}, {"name": null, "role": "AXCheckBox", "description": "Add blank line after", "role_description": "checkbox", "value": 1, "position": "-391.00;-244.00", "size": "148;25", "children": []}, {"name": null, "role": "AXScrollArea", "description": null, "role_description": "scroll area", "value": 0, "position": "-391.00;-244.00", "size": "683;254", "children": [{"name": null, "role": "AXScrollBar", "description": null, "role_description": "scroll bar", "value": 0, "position": "-391.00;-244.00", "size": "0;0", "children": []}, {"name": null, "role": "AXScrollBar", "description": null, "role_description": "scroll bar", "value": 0, "position": "-391.00;-244.00", "size": "677;14", "children": []}, {"name": null, "role": "AXTextField", "description": null, "role_description": "text field", "value": "<!--\n  - Copyright (c) 2024. Lorem ipsum dolor sit amet, consectetur adipiscing elit. \n  - Morbi non lorem porttitor neque feugiat blandit. Ut vitae ipsum eget quam lacinia accumsan. \n  - Etiam sed turpis ac ipsum condimentum fringilla. Maecenas magna. \n  - Proin dapibus sapien vel ante. Aliquam erat volutpat. Pellentesque sagittis ligula eget metus. \n  - Vestibulum commodo. Ut rhoncus gravida arcu. \n  -->", "position": "-391.00;-244.00", "size": "782;248", "children": []}]}]}, {"name": null, "role": "AXScrollArea", "description": null, "role_description": "scroll area", "value": 0, "position": "-391.00;-244.00", "size": "711;600", "children": [{"name": null, "role": "AXScrollBar", "description": null, "role_description": "scroll bar", "value": 0, "position": "-391.00;-244.00", "size": "14;600", "children": []}, {"name": null, "role": "AXScrollBar", "description": null, "role_description": "scroll bar", "value": 0, "position": "-391.00;-244.00", "size": "0;0", "children": []}, {"name": null, "role": "AXRadioButton", "description": "No copyright", "role_description": "radio button", "value": 0, "position": "-391.00;-244.00", "size": "108;25", "children": []}, {"name": null, "role": "AXRadioButton", "description": "Use default settings", "role_description": "radio button", "value": 1, "position": "-391.00;-244.00", "size": "152;25", "children": []}, {"name": null, "role": "AXRadioButton", "description": "Use custom formatting options", "role_description": "radio button", "value": 0, "position": "-391.00;-244.00", "size": "218;25", "children": []}, {"name": null, "role": "AXStaticText", "description": "Comment Type", "role_description": "text", "value": "Comment Type", "position": "-391.00;-244.00", "size": "94;17", "children": []}, {"name": null, "role": "AXRadioButton", "description": "Use block comment", "role_description": "radio button", "value": 1, "position": "-391.00;-244.00", "size": "150;25", "children": []}, {"name": null, "role": "AXCheckBox", "description": "Prefix each line", "role_description": "checkbox", "value": 0, "position": "-391.00;-244.00", "size": "122;25", "children": []}, {"name": null, "role": "AXRadioButton", "description": "Use line comment", "role_description": "radio button", "value": 0, "position": "-391.00;-244.00", "size": "138;25", "children": []}, {"name": null, "role": "AXStaticText", "description": "Relative Location", "role_description": "text", "value": "Relative Location", "position": "-391.00;-244.00", "size": "105;17", "children": []}, {"name": null, "role": "AXRadioButton", "description": "Before other comments", "role_description": "radio button", "value": 1, "position": "-391.00;-244.00", "size": "173;25", "children": []}, {"name": null, "role": "AXRadioButton", "description": "After other comments", "role_description": "radio button", "value": 0, "position": "-391.00;-244.00", "size": "163;25", "children": []}, {"name": null, "role": "AXStaticText", "description": "Borders", "role_description": "text", "value": "Borders", "position": "-391.00;-244.00", "size": "48;17", "children": []}, {"name": null, "role": "AXCheckBox", "description": "Separator before", "role_description": "checkbox", "value": 0, "position": "-391.00;-244.00", "size": "133;25", "children": []}, {"name": null, "role": "AXStaticText", "description": "Length:", "role_description": "text", "value": "Length:", "position": "-391.00;-244.00", "size": "46;17", "children": []}, {"name": null, "role": "AXTextField", "description": "Length:", "role_description": "text field", "value": "80", "position": "-391.00;-244.00", "size": "72;34", "children": []}, {"name": null, "role": "AXCheckBox", "description": "Separator after", "role_description": "checkbox", "value": 0, "position": "-391.00;-244.00", "size": "121;25", "children": []}, {"name": null, "role": "AXStaticText", "description": "Length:", "role_description": "text", "value": "Length:", "position": "-391.00;-244.00", "size": "46;17", "children": []}, {"name": null, "role": "AXTextField", "description": "Length:", "role_description": "text field", "value": "80", "position": "-391.00;-244.00", "size": "72;34", "children": []}, {"name": null, "role": "AXStaticText", "description": "Separator:", "role_description": "text", "value": "Separator:", "position": "-391.00;-244.00", "size": "64;17", "children": []}, {"name": null, "role": "AXTextField", "description": "Separator:", "role_description": "text field", "value": "", "position": "-391.00;-244.00", "size": "50;34", "children": []}, {"name": null, "role": "AXCheckBox", "description": "Box", "role_description": "checkbox", "value": 0, "position": "-391.00;-244.00", "size": "51;25", "children": []}, {"name": null, "role": "AXCheckBox", "description": "Add blank line before", "role_description": "checkbox", "value": 0, "position": "-391.00;-244.00", "size": "159;25", "children": []}, {"name": null, "role": "AXCheckBox", "description": "Add blank line after", "role_description": "checkbox", "value": 1, "position": "-391.00;-244.00", "size": "148;25", "children": []}, {"name": null, "role": "AXStaticText", "description": "Location in File", "role_description": "text", "value": "Location in File", "position": "-391.00;-244.00", "size": "92;17", "children": []}, {"name": null, "role": "AXRadioButton", "description": "Before doctype", "role_description": "radio button", "value": 1, "position": "-391.00;-244.00", "size": "123;25", "children": []}, {"name": null, "role": "AXRadioButton", "description": "Before root tag", "role_description": "radio button", "value": 0, "position": "-391.00;-244.00", "size": "121;25", "children": []}, {"name": null, "role": "AXScrollArea", "description": null, "role_description": "scroll area", "value": 0, "position": "-391.00;-244.00", "size": "683;152", "children": [{"name": null, "role": "AXScrollBar", "description": null, "role_description": "scroll bar", "value": 0, "position": "-391.00;-244.00", "size": "0;0", "children": []}, {"name": null, "role": "AXScrollBar", "description": null, "role_description": "scroll bar", "value": 0, "position": "-391.00;-244.00", "size": "677;14", "children": []}, {"name": null, "role": "AXTextField", "description": null, "role_description": "text field", "value": "<!--\n  ~ Copyright (c) 2024. Lorem ipsum dolor sit amet, consectetur adipiscing elit. \n  ~ Morbi non lorem porttitor neque feugiat blandit. Ut vitae ipsum eget quam lacinia accumsan. \n  ~ Etiam sed turpis ac ipsum condimentum fringilla. Maecenas magna. \n  ~ Proin dapibus sapien vel ante. Aliquam erat volutpat. Pellentesque sagittis ligula eget metus. \n  ~ Vestibulum commodo. Ut rhoncus gravida arcu. \n  -->", "position": "-391.00;-244.00", "size": "782;146", "children": []}]}]}, {"name": null, "role": "AXScrollArea", "description": null, "role_description": "scroll area", "value": 0, "position": "-391.00;-244.00", "size": "711;600", "children": [{"name": null, "role": "AXScrollBar", "description": null, "role_description": "scroll bar", "value": 0, "position": "-391.00;-244.00", "size": "0;0", "children": []}, {"name": null, "role": "AXScrollBar", "description": null, "role_description": "scroll bar", "value": 0, "position": "-391.00;-244.00", "size": "0;0", "children": []}, {"name": null, "role": "AXRadioButton", "description": "No copyright", "role_description": "radio button", "value": 0, "position": "-391.00;-244.00", "size": "108;25", "children": []}, {"name": null, "role": "AXRadioButton", "description": "Use default settings", "role_description": "radio button", "value": 1, "position": "-391.00;-244.00", "size": "152;25", "children": []}, {"name": null, "role": "AXRadioButton", "description": "Use custom formatting options", "role_description": "radio button", "value": 0, "position": "-391.00;-244.00", "size": "218;25", "children": []}, {"name": null, "role": "AXStaticText", "description": "Comment Type", "role_description": "text", "value": "Comment Type", "position": "-391.00;-244.00", "size": "94;17", "children": []}, {"name": null, "role": "AXRadioButton", "description": "Use block comment", "role_description": "radio button", "value": 1, "position": "-391.00;-244.00", "size": "150;25", "children": []}, {"name": null, "role": "AXCheckBox", "description": "Prefix each line", "role_description": "checkbox", "value": 1, "position": "-391.00;-244.00", "size": "122;25", "children": []}, {"name": null, "role": "AXRadioButton", "description": "Use line comment", "role_description": "radio button", "value": 0, "position": "-391.00;-244.00", "size": "138;25", "children": []}, {"name": null, "role": "AXStaticText", "description": "Relative Location", "role_description": "text", "value": "Relative Location", "position": "-391.00;-244.00", "size": "105;17", "children": []}, {"name": null, "role": "AXRadioButton", "description": "Before other comments", "role_description": "radio button", "value": 1, "position": "-391.00;-244.00", "size": "173;25", "children": []}, {"name": null, "role": "AXRadioButton", "description": "After other comments", "role_description": "radio button", "value": 0, "position": "-391.00;-244.00", "size": "163;25", "children": []}, {"name": null, "role": "AXStaticText", "description": "Borders", "role_description": "text", "value": "Borders", "position": "-391.00;-244.00", "size": "48;17", "children": []}, {"name": null, "role": "AXCheckBox", "description": "Separator before", "role_description": "checkbox", "value": 0, "position": "-391.00;-244.00", "size": "133;25", "children": []}, {"name": null, "role": "AXStaticText", "description": "Length:", "role_description": "text", "value": "Length:", "position": "-391.00;-244.00", "size": "46;17", "children": []}, {"name": null, "role": "AXTextField", "description": "Length:", "role_description": "text field", "value": "80", "position": "-391.00;-244.00", "size": "72;34", "children": []}, {"name": null, "role": "AXCheckBox", "description": "Separator after", "role_description": "checkbox", "value": 0, "position": "-391.00;-244.00", "size": "121;25", "children": []}, {"name": null, "role": "AXStaticText", "description": "Length:", "role_description": "text", "value": "Length:", "position": "-391.00;-244.00", "size": "46;17", "children": []}, {"name": null, "role": "AXTextField", "description": "Length:", "role_description": "text field", "value": "80", "position": "-391.00;-244.00", "size": "72;34", "children": []}, {"name": null, "role": "AXStaticText", "description": "Separator:", "role_description": "text", "value": "Separator:", "position": "-391.00;-244.00", "size": "64;17", "children": []}, {"name": null, "role": "AXTextField", "description": "Separator:", "role_description": "text field", "value": "", "position": "-391.00;-244.00", "size": "50;34", "children": []}, {"name": null, "role": "AXCheckBox", "description": "Box", "role_description": "checkbox", "value": 0, "position": "-391.00;-244.00", "size": "51;25", "children": []}, {"name": null, "role": "AXCheckBox", "description": "Add blank line before", "role_description": "checkbox", "value": 0, "position": "-391.00;-244.00", "size": "159;25", "children": []}, {"name": null, "role": "AXCheckBox", "description": "Add blank line after", "role_description": "checkbox", "value": 1, "position": "-391.00;-244.00", "size": "148;25", "children": []}, {"name": null, "role": "AXScrollArea", "description": null, "role_description": "scroll area", "value": 0, "position": "-391.00;-244.00", "size": "683;254", "children": [{"name": null, "role": "AXScrollBar", "description": null, "role_description": "scroll bar", "value": 0, "position": "-391.00;-244.00", "size": "0;0", "children": []}, {"name": null, "role": "AXScrollBar", "description": null, "role_description": "scroll bar", "value": 0, "position": "-391.00;-244.00", "size": "677;14", "children": []}, {"name": null, "role": "AXTextField", "description": null, "role_description": "text field", "value": "#\n# Copyright (c) 2024. Lorem ipsum dolor sit amet, consectetur adipiscing elit. \n# Morbi non lorem porttitor neque feugiat blandit. Ut vitae ipsum eget quam lacinia accumsan. \n# Etiam sed turpis ac ipsum condimentum fringilla. Maecenas magna. \n# Proin dapibus sapien vel ante. Aliquam erat volutpat. Pellentesque sagittis ligula eget metus. \n# Vestibulum commodo. Ut rhoncus gravida arcu. \n#", "position": "-391.00;-244.00", "size": "767;248", "children": []}]}]}, {"name": null, "role": "AXScrollArea", "description": null, "role_description": "scroll area", "value": 0, "position": "-391.00;-244.00", "size": "711;600", "children": [{"name": null, "role": "AXScrollBar", "description": null, "role_description": "scroll bar", "value": 0, "position": "-391.00;-244.00", "size": "0;0", "children": []}, {"name": null, "role": "AXScrollBar", "description": null, "role_description": "scroll bar", "value": 0, "position": "-391.00;-244.00", "size": "0;0", "children": []}, {"name": null, "role": "AXRadioButton", "description": "No copyright", "role_description": "radio button", "value": 0, "position": "-391.00;-244.00", "size": "108;25", "children": []}, {"name": null, "role": "AXRadioButton", "description": "Use default settings", "role_description": "radio button", "value": 0, "position": "-391.00;-244.00", "size": "152;25", "children": []}, {"name": null, "role": "AXRadioButton", "description": "Use custom formatting options", "role_description": "radio button", "value": 1, "position": "-391.00;-244.00", "size": "218;25", "children": []}, {"name": null, "role": "AXStaticText", "description": "Comment Type", "role_description": "text", "value": "Comment Type", "position": "-391.00;-244.00", "size": "94;17", "children": []}, {"name": null, "role": "AXRadioButton", "description": "Use block comment", "role_description": "radio button", "value": 0, "position": "-391.00;-244.00", "size": "150;25", "children": []}, {"name": null, "role": "AXCheckBox", "description": "Prefix each line", "role_description": "checkbox", "value": 1, "position": "-391.00;-244.00", "size": "122;25", "children": []}, {"name": null, "role": "AXRadioButton", "description": "Use line comment", "role_description": "radio button", "value": 1, "position": "-391.00;-244.00", "size": "138;25", "children": []}, {"name": null, "role": "AXStaticText", "description": "Relative Location", "role_description": "text", "value": "Relative Location", "position": "-391.00;-244.00", "size": "105;17", "children": []}, {"name": null, "role": "AXRadioButton", "description": "Before other comments", "role_description": "radio button", "value": 1, "position": "-391.00;-244.00", "size": "173;25", "children": []}, {"name": null, "role": "AXRadioButton", "description": "After other comments", "role_description": "radio button", "value": 0, "position": "-391.00;-244.00", "size": "163;25", "children": []}, {"name": null, "role": "AXStaticText", "description": "Borders", "role_description": "text", "value": "Borders", "position": "-391.00;-244.00", "size": "48;17", "children": []}, {"name": null, "role": "AXCheckBox", "description": "Separator before", "role_description": "checkbox", "value": 0, "position": "-391.00;-244.00", "size": "133;25", "children": []}, {"name": null, "role": "AXStaticText", "description": "Length:", "role_description": "text", "value": "Length:", "position": "-391.00;-244.00", "size": "46;17", "children": []}, {"name": null, "role": "AXTextField", "description": "Length:", "role_description": "text field", "value": "80", "position": "-391.00;-244.00", "size": "72;34", "children": []}, {"name": null, "role": "AXCheckBox", "description": "Separator after", "role_description": "checkbox", "value": 0, "position": "-391.00;-244.00", "size": "121;25", "children": []}, {"name": null, "role": "AXStaticText", "description": "Length:", "role_description": "text", "value": "Length:", "position": "-391.00;-244.00", "size": "46;17", "children": []}, {"name": null, "role": "AXTextField", "description": "Length:", "role_description": "text field", "value": "80", "position": "-391.00;-244.00", "size": "72;34", "children": []}, {"name": null, "role": "AXStaticText", "description": "Separator:", "role_description": "text", "value": "Separator:", "position": "-391.00;-244.00", "size": "64;17", "children": []}, {"name": null, "role": "AXTextField", "description": "Separator:", "role_description": "text field", "value": "", "position": "-391.00;-244.00", "size": "50;34", "children": []}, {"name": null, "role": "AXCheckBox", "description": "Box", "role_description": "checkbox", "value": 0, "position": "-391.00;-244.00", "size": "51;25", "children": []}, {"name": null, "role": "AXCheckBox", "description": "Add blank line before", "role_description": "checkbox", "value": 0, "position": "-391.00;-244.00", "size": "159;25", "children": []}, {"name": null, "role": "AXCheckBox", "description": "Add blank line after", "role_description": "checkbox", "value": 1, "position": "-391.00;-244.00", "size": "148;25", "children": []}, {"name": null, "role": "AXScrollArea", "description": null, "role_description": "scroll area", "value": 0, "position": "-391.00;-244.00", "size": "683;254", "children": [{"name": null, "role": "AXScrollBar", "description": null, "role_description": "scroll bar", "value": 0, "position": "-391.00;-244.00", "size": "0;0", "children": []}, {"name": null, "role": "AXScrollBar", "description": null, "role_description": "scroll bar", "value": 0, "position": "-391.00;-244.00", "size": "677;14", "children": []}, {"name": null, "role": "AXTextField", "description": null, "role_description": "text field", "value": "#  Copyright (c) 2024. Lorem ipsum dolor sit amet, consectetur adipiscing elit.\n#  Morbi non lorem porttitor neque feugiat blandit. Ut vitae ipsum eget quam lacinia accumsan.\n#  Etiam sed turpis ac ipsum condimentum fringilla. Maecenas magna.\n#  Proin dapibus sapien vel ante. Aliquam erat volutpat. Pellentesque sagittis ligula eget metus.\n#  Vestibulum commodo. Ut rhoncus gravida arcu.", "position": "-391.00;-244.00", "size": "767;248", "children": []}]}]}, {"name": null, "role": "AXScrollArea", "description": null, "role_description": "scroll area", "value": 0, "position": "-391.00;-244.00", "size": "711;600", "children": [{"name": null, "role": "AXScrollBar", "description": null, "role_description": "scroll bar", "value": 0, "position": "-391.00;-244.00", "size": "0;0", "children": []}, {"name": null, "role": "AXScrollBar", "description": null, "role_description": "scroll bar", "value": 0, "position": "-391.00;-244.00", "size": "0;0", "children": []}, {"name": null, "role": "AXRadioButton", "description": "No copyright", "role_description": "radio button", "value": 0, "position": "-391.00;-244.00", "size": "108;25", "children": []}, {"name": null, "role": "AXRadioButton", "description": "Use default settings", "role_description": "radio button", "value": 1, "position": "-391.00;-244.00", "size": "152;25", "children": []}, {"name": null, "role": "AXRadioButton", "description": "Use custom formatting options", "role_description": "radio button", "value": 0, "position": "-391.00;-244.00", "size": "218;25", "children": []}, {"name": null, "role": "AXStaticText", "description": "Comment Type", "role_description": "text", "value": "Comment Type", "position": "-391.00;-244.00", "size": "94;17", "children": []}, {"name": null, "role": "AXRadioButton", "description": "Use block comment", "role_description": "radio button", "value": 1, "position": "-391.00;-244.00", "size": "150;25", "children": []}, {"name": null, "role": "AXCheckBox", "description": "Prefix each line", "role_description": "checkbox", "value": 1, "position": "-391.00;-244.00", "size": "122;25", "children": []}, {"name": null, "role": "AXRadioButton", "description": "Use line comment", "role_description": "radio button", "value": 0, "position": "-391.00;-244.00", "size": "138;25", "children": []}, {"name": null, "role": "AXStaticText", "description": "Relative Location", "role_description": "text", "value": "Relative Location", "position": "-391.00;-244.00", "size": "105;17", "children": []}, {"name": null, "role": "AXRadioButton", "description": "Before other comments", "role_description": "radio button", "value": 1, "position": "-391.00;-244.00", "size": "173;25", "children": []}, {"name": null, "role": "AXRadioButton", "description": "After other comments", "role_description": "radio button", "value": 0, "position": "-391.00;-244.00", "size": "163;25", "children": []}, {"name": null, "role": "AXStaticText", "description": "Borders", "role_description": "text", "value": "Borders", "position": "-391.00;-244.00", "size": "48;17", "children": []}, {"name": null, "role": "AXCheckBox", "description": "Separator before", "role_description": "checkbox", "value": 0, "position": "-391.00;-244.00", "size": "133;25", "children": []}, {"name": null, "role": "AXStaticText", "description": "Length:", "role_description": "text", "value": "Length:", "position": "-391.00;-244.00", "size": "46;17", "children": []}, {"name": null, "role": "AXTextField", "description": "Length:", "role_description": "text field", "value": "80", "position": "-391.00;-244.00", "size": "72;34", "children": []}, {"name": null, "role": "AXCheckBox", "description": "Separator after", "role_description": "checkbox", "value": 0, "position": "-391.00;-244.00", "size": "121;25", "children": []}, {"name": null, "role": "AXStaticText", "description": "Length:", "role_description": "text", "value": "Length:", "position": "-391.00;-244.00", "size": "46;17", "children": []}, {"name": null, "role": "AXTextField", "description": "Length:", "role_description": "text field", "value": "80", "position": "-391.00;-244.00", "size": "72;34", "children": []}, {"name": null, "role": "AXStaticText", "description": "Separator:", "role_description": "text", "value": "Separator:", "position": "-391.00;-244.00", "size": "64;17", "children": []}, {"name": null, "role": "AXTextField", "description": "Separator:", "role_description": "text field", "value": "", "position": "-391.00;-244.00", "size": "50;34", "children": []}, {"name": null, "role": "AXCheckBox", "description": "Box", "role_description": "checkbox", "value": 0, "position": "-391.00;-244.00", "size": "51;25", "children": []}, {"name": null, "role": "AXCheckBox", "description": "Add blank line before", "role_description": "checkbox", "value": 0, "position": "-391.00;-244.00", "size": "159;25", "children": []}, {"name": null, "role": "AXCheckBox", "description": "Add blank line after", "role_description": "checkbox", "value": 1, "position": "-391.00;-244.00", "size": "148;25", "children": []}, {"name": null, "role": "AXScrollArea", "description": null, "role_description": "scroll area", "value": 0, "position": "-391.00;-244.00", "size": "683;254", "children": [{"name": null, "role": "AXScrollBar", "description": null, "role_description": "scroll bar", "value": 0, "position": "-391.00;-244.00", "size": "0;0", "children": []}, {"name": null, "role": "AXScrollBar", "description": null, "role_description": "scroll bar", "value": 0, "position": "-391.00;-244.00", "size": "677;14", "children": []}, {"name": null, "role": "AXTextField", "description": null, "role_description": "text field", "value": "#\n# Copyright (c) 2024. Lorem ipsum dolor sit amet, consectetur adipiscing elit. \n# Morbi non lorem porttitor neque feugiat blandit. Ut vitae ipsum eget quam lacinia accumsan. \n# Etiam sed turpis ac ipsum condimentum fringilla. Maecenas magna. \n# Proin dapibus sapien vel ante. Aliquam erat volutpat. Pellentesque sagittis ligula eget metus. \n# Vestibulum commodo. Ut rhoncus gravida arcu. \n#", "position": "-391.00;-244.00", "size": "767;248", "children": []}]}]}, {"name": null, "role": "AXScrollArea", "description": null, "role_description": "scroll area", "value": 0, "position": "-391.00;-244.00", "size": "711;600", "children": [{"name": null, "role": "AXScrollBar", "description": null, "role_description": "scroll bar", "value": 0, "position": "-391.00;-244.00", "size": "0;0", "children": []}, {"name": null, "role": "AXScrollBar", "description": null, "role_description": "scroll bar", "value": 0, "position": "-391.00;-244.00", "size": "0;0", "children": []}, {"name": null, "role": "AXRadioButton", "description": "No copyright", "role_description": "radio button", "value": 0, "position": "-391.00;-244.00", "size": "108;25", "children": []}, {"name": null, "role": "AXRadioButton", "description": "Use default settings", "role_description": "radio button", "value": 1, "position": "-391.00;-244.00", "size": "152;25", "children": []}, {"name": null, "role": "AXRadioButton", "description": "Use custom formatting options", "role_description": "radio button", "value": 0, "position": "-391.00;-244.00", "size": "218;25", "children": []}, {"name": null, "role": "AXStaticText", "description": "Comment Type", "role_description": "text", "value": "Comment Type", "position": "-391.00;-244.00", "size": "94;17", "children": []}, {"name": null, "role": "AXRadioButton", "description": "Use block comment", "role_description": "radio button", "value": 1, "position": "-391.00;-244.00", "size": "150;25", "children": []}, {"name": null, "role": "AXCheckBox", "description": "Prefix each line", "role_description": "checkbox", "value": 1, "position": "-391.00;-244.00", "size": "122;25", "children": []}, {"name": null, "role": "AXRadioButton", "description": "Use line comment", "role_description": "radio button", "value": 0, "position": "-391.00;-244.00", "size": "138;25", "children": []}, {"name": null, "role": "AXStaticText", "description": "Relative Location", "role_description": "text", "value": "Relative Location", "position": "-391.00;-244.00", "size": "105;17", "children": []}, {"name": null, "role": "AXRadioButton", "description": "Before other comments", "role_description": "radio button", "value": 1, "position": "-391.00;-244.00", "size": "173;25", "children": []}, {"name": null, "role": "AXRadioButton", "description": "After other comments", "role_description": "radio button", "value": 0, "position": "-391.00;-244.00", "size": "163;25", "children": []}, {"name": null, "role": "AXStaticText", "description": "Borders", "role_description": "text", "value": "Borders", "position": "-391.00;-244.00", "size": "48;17", "children": []}, {"name": null, "role": "AXCheckBox", "description": "Separator before", "role_description": "checkbox", "value": 0, "position": "-391.00;-244.00", "size": "133;25", "children": []}, {"name": null, "role": "AXStaticText", "description": "Length:", "role_description": "text", "value": "Length:", "position": "-391.00;-244.00", "size": "46;17", "children": []}, {"name": null, "role": "AXTextField", "description": "Length:", "role_description": "text field", "value": "80", "position": "-391.00;-244.00", "size": "72;34", "children": []}, {"name": null, "role": "AXCheckBox", "description": "Separator after", "role_description": "checkbox", "value": 0, "position": "-391.00;-244.00", "size": "121;25", "children": []}, {"name": null, "role": "AXStaticText", "description": "Length:", "role_description": "text", "value": "Length:", "position": "-391.00;-244.00", "size": "46;17", "children": []}, {"name": null, "role": "AXTextField", "description": "Length:", "role_description": "text field", "value": "80", "position": "-391.00;-244.00", "size": "72;34", "children": []}, {"name": null, "role": "AXStaticText", "description": "Separator:", "role_description": "text", "value": "Separator:", "position": "-391.00;-244.00", "size": "64;17", "children": []}, {"name": null, "role": "AXTextField", "description": "Separator:", "role_description": "text field", "value": "", "position": "-391.00;-244.00", "size": "50;34", "children": []}, {"name": null, "role": "AXCheckBox", "description": "Box", "role_description": "checkbox", "value": 0, "position": "-391.00;-244.00", "size": "51;25", "children": []}, {"name": null, "role": "AXCheckBox", "description": "Add blank line before", "role_description": "checkbox", "value": 0, "position": "-391.00;-244.00", "size": "159;25", "children": []}, {"name": null, "role": "AXCheckBox", "description": "Add blank line after", "role_description": "checkbox", "value": 1, "position": "-391.00;-244.00", "size": "148;25", "children": []}, {"name": null, "role": "AXScrollArea", "description": null, "role_description": "scroll area", "value": 0, "position": "-391.00;-244.00", "size": "683;254", "children": [{"name": null, "role": "AXScrollBar", "description": null, "role_description": "scroll bar", "value": 0, "position": "-391.00;-244.00", "size": "0;0", "children": []}, {"name": null, "role": "AXScrollBar", "description": null, "role_description": "scroll bar", "value": 0, "position": "-391.00;-244.00", "size": "677;14", "children": []}, {"name": null, "role": "AXTextField", "description": null, "role_description": "text field", "value": "<!--\n  - Copyright (c) 2024. Lorem ipsum dolor sit amet, consectetur adipiscing elit. \n  - Morbi non lorem porttitor neque feugiat blandit. Ut vitae ipsum eget quam lacinia accumsan. \n  - Etiam sed turpis ac ipsum condimentum fringilla. Maecenas magna. \n  - Proin dapibus sapien vel ante. Aliquam erat volutpat. Pellentesque sagittis ligula eget metus. \n  - Vestibulum commodo. Ut rhoncus gravida arcu. \n  -->", "position": "-391.00;-244.00", "size": "782;248", "children": []}]}]}, {"name": null, "role": "AXScrollArea", "description": null, "role_description": "scroll area", "value": 0, "position": "-391.00;-244.00", "size": "711;600", "children": [{"name": null, "role": "AXScrollBar", "description": null, "role_description": "scroll bar", "value": 0, "position": "-391.00;-244.00", "size": "0;0", "children": []}, {"name": null, "role": "AXScrollBar", "description": null, "role_description": "scroll bar", "value": 0, "position": "-391.00;-244.00", "size": "0;0", "children": []}, {"name": null, "role": "AXRadioButton", "description": "No copyright", "role_description": "radio button", "value": 0, "position": "-391.00;-244.00", "size": "108;25", "children": []}, {"name": null, "role": "AXRadioButton", "description": "Use default settings", "role_description": "radio button", "value": 1, "position": "-391.00;-244.00", "size": "152;25", "children": []}, {"name": null, "role": "AXRadioButton", "description": "Use custom formatting options", "role_description": "radio button", "value": 0, "position": "-391.00;-244.00", "size": "218;25", "children": []}, {"name": null, "role": "AXStaticText", "description": "Comment Type", "role_description": "text", "value": "Comment Type", "position": "-391.00;-244.00", "size": "94;17", "children": []}, {"name": null, "role": "AXRadioButton", "description": "Use block comment", "role_description": "radio button", "value": 1, "position": "-391.00;-244.00", "size": "150;25", "children": []}, {"name": null, "role": "AXCheckBox", "description": "Prefix each line", "role_description": "checkbox", "value": 0, "position": "-391.00;-244.00", "size": "122;25", "children": []}, {"name": null, "role": "AXRadioButton", "description": "Use line comment", "role_description": "radio button", "value": 0, "position": "-391.00;-244.00", "size": "138;25", "children": []}, {"name": null, "role": "AXStaticText", "description": "Relative Location", "role_description": "text", "value": "Relative Location", "position": "-391.00;-244.00", "size": "105;17", "children": []}, {"name": null, "role": "AXRadioButton", "description": "Before other comments", "role_description": "radio button", "value": 1, "position": "-391.00;-244.00", "size": "173;25", "children": []}, {"name": null, "role": "AXRadioButton", "description": "After other comments", "role_description": "radio button", "value": 0, "position": "-391.00;-244.00", "size": "163;25", "children": []}, {"name": null, "role": "AXStaticText", "description": "Borders", "role_description": "text", "value": "Borders", "position": "-391.00;-244.00", "size": "48;17", "children": []}, {"name": null, "role": "AXCheckBox", "description": "Separator before", "role_description": "checkbox", "value": 0, "position": "-391.00;-244.00", "size": "133;25", "children": []}, {"name": null, "role": "AXStaticText", "description": "Length:", "role_description": "text", "value": "Length:", "position": "-391.00;-244.00", "size": "46;17", "children": []}, {"name": null, "role": "AXTextField", "description": "Length:", "role_description": "text field", "value": "80", "position": "-391.00;-244.00", "size": "72;34", "children": []}, {"name": null, "role": "AXCheckBox", "description": "Separator after", "role_description": "checkbox", "value": 0, "position": "-391.00;-244.00", "size": "121;25", "children": []}, {"name": null, "role": "AXStaticText", "description": "Length:", "role_description": "text", "value": "Length:", "position": "-391.00;-244.00", "size": "46;17", "children": []}, {"name": null, "role": "AXTextField", "description": "Length:", "role_description": "text field", "value": "80", "position": "-391.00;-244.00", "size": "72;34", "children": []}, {"name": null, "role": "AXStaticText", "description": "Separator:", "role_description": "text", "value": "Separator:", "position": "-391.00;-244.00", "size": "64;17", "children": []}, {"name": null, "role": "AXTextField", "description": "Separator:", "role_description": "text field", "value": "", "position": "-391.00;-244.00", "size": "50;34", "children": []}, {"name": null, "role": "AXCheckBox", "description": "Box", "role_description": "checkbox", "value": 0, "position": "-391.00;-244.00", "size": "51;25", "children": []}, {"name": null, "role": "AXCheckBox", "description": "Add blank line before", "role_description": "checkbox", "value": 0, "position": "-391.00;-244.00", "size": "159;25", "children": []}, {"name": null, "role": "AXCheckBox", "description": "Add blank line after", "role_description": "checkbox", "value": 1, "position": "-391.00;-244.00", "size": "148;25", "children": []}, {"name": null, "role": "AXScrollArea", "description": null, "role_description": "scroll area", "value": 0, "position": "-391.00;-244.00", "size": "683;254", "children": [{"name": null, "role": "AXScrollBar", "description": null, "role_description": "scroll bar", "value": 0, "position": "-391.00;-244.00", "size": "0;0", "children": []}, {"name": null, "role": "AXScrollBar", "description": null, "role_description": "scroll bar", "value": 0, "position": "-391.00;-244.00", "size": "677;14", "children": []}, {"name": null, "role": "AXTextField", "description": null, "role_description": "text field", "value": "<!--\n  - Copyright (c) 2024. Lorem ipsum dolor sit amet, consectetur adipiscing elit. \n  - Morbi non lorem porttitor neque feugiat blandit. Ut vitae ipsum eget quam lacinia accumsan. \n  - Etiam sed turpis ac ipsum condimentum fringilla. Maecenas magna. \n  - Proin dapibus sapien vel ante. Aliquam erat volutpat. Pellentesque sagittis ligula eget metus. \n  - Vestibulum commodo. Ut rhoncus gravida arcu. \n  -->", "position": "-391.00;-244.00", "size": "782;248", "children": []}]}]}, {"name": null, "role": "AXScrollArea", "description": null, "role_description": "scroll area", "value": 0, "position": "-391.00;-244.00", "size": "711;600", "children": [{"name": null, "role": "AXScrollBar", "description": null, "role_description": "scroll bar", "value": 0, "position": "-391.00;-244.00", "size": "14;600", "children": []}, {"name": null, "role": "AXScrollBar", "description": null, "role_description": "scroll bar", "value": 0, "position": "-391.00;-244.00", "size": "0;0", "children": []}, {"name": null, "role": "AXRadioButton", "description": "No copyright", "role_description": "radio button", "value": 0, "position": "-391.00;-244.00", "size": "108;25", "children": []}, {"name": null, "role": "AXRadioButton", "description": "Use default settings", "role_description": "radio button", "value": 1, "position": "-391.00;-244.00", "size": "152;25", "children": []}, {"name": null, "role": "AXRadioButton", "description": "Use custom formatting options", "role_description": "radio button", "value": 0, "position": "-391.00;-244.00", "size": "218;25", "children": []}, {"name": null, "role": "AXStaticText", "description": "Comment Type", "role_description": "text", "value": "Comment Type", "position": "-391.00;-244.00", "size": "94;17", "children": []}, {"name": null, "role": "AXRadioButton", "description": "Use block comment", "role_description": "radio button", "value": 1, "position": "-391.00;-244.00", "size": "150;25", "children": []}, {"name": null, "role": "AXCheckBox", "description": "Prefix each line", "role_description": "checkbox", "value": 0, "position": "-391.00;-244.00", "size": "122;25", "children": []}, {"name": null, "role": "AXRadioButton", "description": "Use line comment", "role_description": "radio button", "value": 0, "position": "-391.00;-244.00", "size": "138;25", "children": []}, {"name": null, "role": "AXStaticText", "description": "Relative Location", "role_description": "text", "value": "Relative Location", "position": "-391.00;-244.00", "size": "105;17", "children": []}, {"name": null, "role": "AXRadioButton", "description": "Before other comments", "role_description": "radio button", "value": 1, "position": "-391.00;-244.00", "size": "173;25", "children": []}, {"name": null, "role": "AXRadioButton", "description": "After other comments", "role_description": "radio button", "value": 0, "position": "-391.00;-244.00", "size": "163;25", "children": []}, {"name": null, "role": "AXStaticText", "description": "Borders", "role_description": "text", "value": "Borders", "position": "-391.00;-244.00", "size": "48;17", "children": []}, {"name": null, "role": "AXCheckBox", "description": "Separator before", "role_description": "checkbox", "value": 0, "position": "-391.00;-244.00", "size": "133;25", "children": []}, {"name": null, "role": "AXStaticText", "description": "Length:", "role_description": "text", "value": "Length:", "position": "-391.00;-244.00", "size": "46;17", "children": []}, {"name": null, "role": "AXTextField", "description": "Length:", "role_description": "text field", "value": "80", "position": "-391.00;-244.00", "size": "72;34", "children": []}, {"name": null, "role": "AXCheckBox", "description": "Separator after", "role_description": "checkbox", "value": 0, "position": "-391.00;-244.00", "size": "121;25", "children": []}, {"name": null, "role": "AXStaticText", "description": "Length:", "role_description": "text", "value": "Length:", "position": "-391.00;-244.00", "size": "46;17", "children": []}, {"name": null, "role": "AXTextField", "description": "Length:", "role_description": "text field", "value": "80", "position": "-391.00;-244.00", "size": "72;34", "children": []}, {"name": null, "role": "AXStaticText", "description": "Separator:", "role_description": "text", "value": "Separator:", "position": "-391.00;-244.00", "size": "64;17", "children": []}, {"name": null, "role": "AXTextField", "description": "Separator:", "role_description": "text field", "value": "", "position": "-391.00;-244.00", "size": "50;34", "children": []}, {"name": null, "role": "AXCheckBox", "description": "Box", "role_description": "checkbox", "value": 0, "position": "-391.00;-244.00", "size": "51;25", "children": []}, {"name": null, "role": "AXCheckBox", "description": "Add blank line before", "role_description": "checkbox", "value": 0, "position": "-391.00;-244.00", "size": "159;25", "children": []}, {"name": null, "role": "AXCheckBox", "description": "Add blank line after", "role_description": "checkbox", "value": 1, "position": "-391.00;-244.00", "size": "148;25", "children": []}, {"name": null, "role": "AXStaticText", "description": "Location in File", "role_description": "text", "value": "Location in File", "position": "-391.00;-244.00", "size": "92;17", "children": []}, {"name": null, "role": "AXRadioButton", "description": "Before doctype", "role_description": "radio button", "value": 1, "position": "-391.00;-244.00", "size": "123;25", "children": []}, {"name": null, "role": "AXRadioButton", "description": "Before root tag", "role_description": "radio button", "value": 0, "position": "-391.00;-244.00", "size": "121;25", "children": []}, {"name": null, "role": "AXScrollArea", "description": null, "role_description": "scroll area", "value": 0, "position": "-391.00;-244.00", "size": "683;152", "children": [{"name": null, "role": "AXScrollBar", "description": null, "role_description": "scroll bar", "value": 0, "position": "-391.00;-244.00", "size": "0;0", "children": []}, {"name": null, "role": "AXScrollBar", "description": null, "role_description": "scroll bar", "value": 0, "position": "-391.00;-244.00", "size": "677;14", "children": []}, {"name": null, "role": "AXTextField", "description": null, "role_description": "text field", "value": "<!--\n  ~ Copyright (c) 2024. Lorem ipsum dolor sit amet, consectetur adipiscing elit. \n  ~ Morbi non lorem porttitor neque feugiat blandit. Ut vitae ipsum eget quam lacinia accumsan. \n  ~ Etiam sed turpis ac ipsum condimentum fringilla. Maecenas magna. \n  ~ Proin dapibus sapien vel ante. Aliquam erat volutpat. Pellentesque sagittis ligula eget metus. \n  ~ Vestibulum commodo. Ut rhoncus gravida arcu. \n  -->", "position": "-391.00;-244.00", "size": "782;146", "children": []}]}]}, {"name": null, "role": "AXScrollArea", "description": null, "role_description": "scroll area", "value": 0, "position": "-391.00;-244.00", "size": "711;600", "children": [{"name": null, "role": "AXScrollBar", "description": null, "role_description": "scroll bar", "value": 0, "position": "-391.00;-244.00", "size": "0;0", "children": []}, {"name": null, "role": "AXScrollBar", "description": null, "role_description": "scroll bar", "value": 0, "position": "-391.00;-244.00", "size": "0;0", "children": []}, {"name": null, "role": "AXStaticText", "description": "Expand abbreviation with", "role_description": "text", "value": "Expand abbreviation with", "position": "-391.00;-244.00", "size": "156;17", "children": []}, {"name": null, "role": "AXPopUpButton", "description": "Expand abbreviation with", "role_description": "pop up button", "value": "Tab", "position": "-391.00;-244.00", "size": "123;34", "children": [{"name": null, "role": "AXPopUpButton", "description": null, "role_description": "pop up button", "value": null, "position": "-391.00;-244.00", "size": "0;0", "children": [{"name": null, "role": "AXMenuItem", "description": null, "role_description": "menu item", "value": null, "position": "-391.00;-244.00", "size": "0;0", "children": [{"name": null, "role": "AXList", "description": "list", "role_description": "list", "value": 0, "position": "-391.00;-244.00", "size": "0;0", "children": [{"name": null, "role": "AXRow", "description": "Space", "role_description": "row", "value": 0, "position": "-391.00;-244.00", "size": "0;24", "children": [{"name": null, "role": "AXStaticText", "description": "Space", "role_description": "text", "value": 0, "position": "-391.00;-244.00", "size": "0;24", "children": []}]}, {"name": null, "role": "AXRow", "description": "Tab", "role_description": "row", "value": 0, "position": "-391.00;-244.00", "size": "0;24", "children": [{"name": null, "role": "AXStaticText", "description": "Tab", "role_description": "text", "value": 0, "position": "-391.00;-244.00", "size": "0;24", "children": []}]}, {"name": null, "role": "AXRow", "description": "Enter", "role_description": "row", "value": 0, "position": "-391.00;-244.00", "size": "0;24", "children": [{"name": null, "role": "AXStaticText", "description": "Enter", "role_description": "text", "value": 0, "position": "-391.00;-244.00", "size": "0;24", "children": []}]}, {"name": null, "role": "AXRow", "description": "Custom...", "role_description": "row", "value": 0, "position": "-391.00;-244.00", "size": "0;24", "children": [{"name": null, "role": "AXStaticText", "description": "Custom...", "role_description": "text", "value": 0, "position": "-391.00;-244.00", "size": "0;24", "children": []}]}]}, {"name": null, "role": "AXScrollBar", "description": null, "role_description": "scroll bar", "value": 24, "position": "-391.00;-244.00", "size": "0;0", "children": []}]}]}]}, {"name": null, "role": "AXLink", "description": "Change", "role_description": "link", "value": null, "position": "-391.00;-244.00", "size": "0;0", "children": []}, {"name": null, "role": "AXCheckBox", "description": "Enable XML/HTML Emmet", "role_description": "checkbox", "value": 1, "position": "-391.00;-244.00", "size": "188;25", "children": []}, {"name": null, "role": "AXCheckBox", "description": "Enable abbreviation preview", "role_description": "checkbox", "value": 0, "position": "-391.00;-244.00", "size": "202;25", "children": []}, {"name": null, "role": "AXCheckBox", "description": "Enable automatic URL recognition while wrapping text with <a> tag", "role_description": "checkbox", "value": 1, "position": "-391.00;-244.00", "size": "442;25", "children": []}, {"name": null, "role": "AXCheckBox", "description": "Add edit point at the end of template", "role_description": "checkbox", "value": 0, "position": "-391.00;-244.00", "size": "255;25", "children": []}, {"name": null, "role": "AXStaticText", "description": "BEM", "role_description": "text", "value": "BEM", "position": "-391.00;-244.00", "size": "28;17", "children": []}, {"name": null, "role": "AXStaticText", "description": "Element separator in class names:", "role_description": "text", "value": "Element separator in class names:", "position": "-391.00;-244.00", "size": "210;17", "children": []}, {"name": null, "role": "AXTextField", "description": "Element separator in class names:", "role_description": "text field", "value": "__", "position": "-391.00;-244.00", "size": "72;34", "children": []}, {"name": null, "role": "AXStaticText", "description": "Modifier separator in class names:", "role_description": "text", "value": "Modifier separator in class names:", "position": "-391.00;-244.00", "size": "211;17", "children": []}, {"name": null, "role": "AXTextField", "description": "Modifier separator in class names:", "role_description": "text field", "value": "_", "position": "-391.00;-244.00", "size": "72;34", "children": []}, {"name": null, "role": "AXStaticText", "description": "Short element prefix:", "role_description": "text", "value": "Short element prefix:", "position": "-391.00;-244.00", "size": "129;17", "children": []}, {"name": null, "role": "AXTextField", "description": "Short element prefix:", "role_description": "text field", "value": "-", "position": "-391.00;-244.00", "size": "72;34", "children": []}, {"name": null, "role": "AXStaticText", "description": "Filters enabled by default", "role_description": "text", "value": "Filters enabled by default", "position": "-391.00;-244.00", "size": "156;17", "children": []}, {"name": null, "role": "AXCheckBox", "description": "XSL tuning", "role_description": "checkbox", "value": 0, "position": "-391.00;-244.00", "size": "94;25", "children": []}, {"name": null, "role": "AXCheckBox", "description": "Comment tags", "role_description": "checkbox", "value": 0, "position": "-391.00;-244.00", "size": "118;25", "children": []}, {"name": null, "role": "AXCheckBox", "description": "Escape", "role_description": "checkbox", "value": 0, "position": "-391.00;-244.00", "size": "73;25", "children": []}, {"name": null, "role": "AXCheckBox", "description": "Single line", "role_description": "checkbox", "value": 0, "position": "-391.00;-244.00", "size": "91;25", "children": []}, {"name": null, "role": "AXCheckBox", "description": "BEM", "role_description": "checkbox", "value": 0, "position": "-391.00;-244.00", "size": "56;25", "children": []}, {"name": null, "role": "AXCheckBox", "description": "Trim line markers", "role_description": "checkbox", "value": 0, "position": "-391.00;-244.00", "size": "134;25", "children": []}]}, {"name": null, "role": "AXImage", "description": null, "role_description": "image", "value": null, "position": "-391.00;-244.00", "size": "6;17", "children": []}, {"name": null, "role": "AXScrollArea", "description": null, "role_description": "scroll area", "value": 0, "position": "-391.00;-244.00", "size": "302;573", "children": [{"name": null, "role": "AXOutline", "description": "tree", "role_description": "outline", "value": 0, "position": "-391.00;-244.00", "size": "300;571", "children": [{"name": null, "role": "AXRow", "description": "Code vision checked", "role_description": "row", "value": 0, "position": "-391.00;-244.00", "size": "103;24", "children": [{"name": null, "role": "AXCheckBox", "description": "", "role_description": "checkbox", "value": 1, "position": "-391.00;-244.00", "size": "24;24", "children": []}, {"name": null, "role": "AXStaticText", "description": "Code vision", "role_description": "text", "value": "Code vision", "position": "-391.00;-244.00", "size": "257;24", "children": []}]}, {"name": null, "role": "AXRow", "description": "Parameter names not checked", "role_description": "row", "value": 0, "position": "-391.00;-244.00", "size": "139;24", "children": [{"name": null, "role": "AXCheckBox", "description": "", "role_description": "checkbox", "value": 0, "position": "-391.00;-244.00", "size": "24;24", "children": []}, {"name": null, "role": "AXStaticText", "description": "Parameter names", "role_description": "text", "value": "Parameter names", "position": "-391.00;-244.00", "size": "257;24", "children": []}]}, {"name": null, "role": "AXRow", "description": "Other checked", "role_description": "row", "value": 0, "position": "-391.00;-244.00", "size": "65;24", "children": [{"name": null, "role": "AXCheckBox", "description": "", "role_description": "checkbox", "value": 1, "position": "-391.00;-244.00", "size": "24;24", "children": []}, {"name": null, "role": "AXStaticText", "description": "Other", "role_description": "text", "value": "Other", "position": "-391.00;-244.00", "size": "257;24", "children": []}]}]}, {"name": null, "role": "AXScrollBar", "description": null, "role_description": "scroll bar", "value": 0, "position": "-391.00;-244.00", "size": "0;0", "children": []}, {"name": null, "role": "AXScrollBar", "description": null, "role_description": "scroll bar", "value": 0, "position": "-391.00;-244.00", "size": "0;0", "children": []}]}, {"name": null, "role": "AXImage", "description": null, "role_description": "image", "value": null, "position": "-391.00;-244.00", "size": "6;17", "children": []}, {"name": null, "role": "AXTextField", "description": "Message text filter", "role_description": "text field", "value": "", "position": "-391.00;-244.00", "size": "271;34", "children": []}, {"name": null, "role": "AXGroup", "description": "Action Toolbar", "role_description": "group", "value": 0, "position": "-391.00;-244.00", "size": "66;34", "children": [{"name": null, "role": "AXButton", "description": "Expand All", "role_description": "button", "value": null, "position": "-391.00;-244.00", "size": "26;24", "children": []}, {"name": null, "role": "AXButton", "description": "Collapse All", "role_description": "button", "value": null, "position": "-391.00;-244.00", "size": "26;24", "children": []}]}, {"name": null, "role": "AXScrollArea", "description": null, "role_description": "scroll area", "value": 0, "position": "-391.00;-244.00", "size": "337;544", "children": [{"name": null, "role": "AXScrollBar", "description": null, "role_description": "scroll bar", "value": 0, "position": "-391.00;-244.00", "size": "14;542", "children": []}, {"name": null, "role": "AXScrollBar", "description": null, "role_description": "scroll bar", "value": 0, "position": "-391.00;-244.00", "size": "0;0", "children": []}, {"name": null, "role": "AXOutline", "description": "tree", "role_description": "outline", "value": 0, "position": "-391.00;-244.00", "size": "335;2408", "children": [{"name": null, "role": "AXRow", "description": "AI Assistant checked", "role_description": "row", "value": 0, "position": "-391.00;-244.00", "size": "106;24", "children": [{"name": null, "role": "AXCheckBox", "description": "", "role_description": "checkbox", "value": 1, "position": "-391.00;-244.00", "size": "24;0", "children": []}, {"name": null, "role": "AXStaticText", "description": "AI Actions…", "role_description": "text", "value": "AI Actions…", "position": "-391.00;-244.00", "size": "-24;0", "children": []}]}, {"name": null, "role": "AXRow", "description": "AI Actions… checked", "role_description": "row", "value": 0, "position": "-391.00;-244.00", "size": "103;24", "children": [{"name": null, "role": "AXCheckBox", "description": "", "role_description": "checkbox", "value": 1, "position": "-391.00;-244.00", "size": "24;0", "children": []}, {"name": null, "role": "AXStaticText", "description": "AI Actions…", "role_description": "text", "value": "AI Actions…", "position": "-391.00;-244.00", "size": "-24;0", "children": []}]}, {"name": null, "role": "AXRow", "description": "Choose template data language checked", "role_description": "row", "value": 0, "position": "-391.00;-244.00", "size": "231;24", "children": [{"name": null, "role": "AXCheckBox", "description": "", "role_description": "checkbox", "value": 1, "position": "-391.00;-244.00", "size": "24;0", "children": []}, {"name": null, "role": "AXStaticText", "description": "Template language settings", "role_description": "text", "value": "Template language settings", "position": "-391.00;-244.00", "size": "-24;0", "children": []}]}, {"name": null, "role": "AXRow", "description": "Template language settings checked", "role_description": "row", "value": 0, "position": "-391.00;-244.00", "size": "201;24", "children": [{"name": null, "role": "AXCheckBox", "description": "", "role_description": "checkbox", "value": 1, "position": "-391.00;-244.00", "size": "24;0", "children": []}, {"name": null, "role": "AXStaticText", "description": "Template language settings", "role_description": "text", "value": "Template language settings", "position": "-391.00;-244.00", "size": "-24;0", "children": []}]}, {"name": null, "role": "AXRow", "description": "EditorConfig checked", "role_description": "row", "value": 0, "position": "-391.00;-244.00", "size": "110;24", "children": [{"name": null, "role": "AXCheckBox", "description": "", "role_description": "checkbox", "value": 1, "position": "-391.00;-244.00", "size": "24;0", "children": []}, {"name": null, "role": "AXStaticText", "description": "Invert option value", "role_description": "text", "value": "Invert option value", "position": "-391.00;-244.00", "size": "-24;0", "children": []}]}, {"name": null, "role": "AXRow", "description": "Add declaration part checked", "role_description": "row", "value": 0, "position": "-391.00;-244.00", "size": "156;24", "children": [{"name": null, "role": "AXCheckBox", "description": "", "role_description": "checkbox", "value": 1, "position": "-391.00;-244.00", "size": "24;0", "children": []}, {"name": null, "role": "AXStaticText", "description": "Add declaration part", "role_description": "text", "value": "Add declaration part", "position": "-391.00;-244.00", "size": "-24;0", "children": []}]}, {"name": null, "role": "AXRow", "description": "Invert option value checked", "role_description": "row", "value": 0, "position": "-391.00;-244.00", "size": "145;24", "children": [{"name": null, "role": "AXCheckBox", "description": "", "role_description": "checkbox", "value": 1, "position": "-391.00;-244.00", "size": "24;0", "children": []}, {"name": null, "role": "AXStaticText", "description": "Invert option value", "role_description": "text", "value": "Invert option value", "position": "-391.00;-244.00", "size": "-24;0", "children": []}]}, {"name": null, "role": "AXRow", "description": "JSON checked", "role_description": "row", "value": 0, "position": "-391.00;-244.00", "size": "66;24", "children": [{"name": null, "role": "AXCheckBox", "description": "", "role_description": "checkbox", "value": 1, "position": "-391.00;-244.00", "size": "24;0", "children": []}, {"name": null, "role": "AXStaticText", "description": "Sort properties alphabetically", "role_description": "text", "value": "Sort properties alphabetically", "position": "-391.00;-244.00", "size": "-24;0", "children": []}]}, {"name": null, "role": "AXRow", "description": "Missing optional properties checked", "role_description": "row", "value": 0, "position": "-391.00;-244.00", "size": "197;24", "children": [{"name": null, "role": "AXCheckBox", "description": "", "role_description": "checkbox", "value": 1, "position": "-391.00;-244.00", "size": "24;0", "children": []}, {"name": null, "role": "AXStaticText", "description": "Missing optional properties", "role_description": "text", "value": "Missing optional properties", "position": "-391.00;-244.00", "size": "-24;0", "children": []}]}, {"name": null, "role": "AXRow", "description": "Sort properties alphabetically checked", "role_description": "row", "value": 0, "position": "-391.00;-244.00", "size": "211;24", "children": [{"name": null, "role": "AXCheckBox", "description": "", "role_description": "checkbox", "value": 1, "position": "-391.00;-244.00", "size": "24;0", "children": []}, {"name": null, "role": "AXStaticText", "description": "Sort properties alphabetically", "role_description": "text", "value": "Sort properties alphabetically", "position": "-391.00;-244.00", "size": "-24;0", "children": []}]}, {"name": null, "role": "AXRow", "description": "Language injection checked", "role_description": "row", "value": 0, "position": "-391.00;-244.00", "size": "150;24", "children": [{"name": null, "role": "AXCheckBox", "description": "", "role_description": "checkbox", "value": 1, "position": "-391.00;-244.00", "size": "24;0", "children": []}, {"name": null, "role": "AXStaticText", "description": "Uninject language or reference", "role_description": "text", "value": "Uninject language or reference", "position": "-391.00;-244.00", "size": "-24;0", "children": []}]}, {"name": null, "role": "AXRow", "description": "Edit injected fragment checked", "role_description": "row", "value": 0, "position": "-391.00;-244.00", "size": "166;24", "children": [{"name": null, "role": "AXCheckBox", "description": "", "role_description": "checkbox", "value": 1, "position": "-391.00;-244.00", "size": "24;0", "children": []}, {"name": null, "role": "AXStaticText", "description": "Edit injected fragment", "role_description": "text", "value": "Edit injected fragment", "position": "-391.00;-244.00", "size": "-24;0", "children": []}]}, {"name": null, "role": "AXRow", "description": "Edit injection settings checked", "role_description": "row", "value": 0, "position": "-391.00;-244.00", "size": "162;24", "children": [{"name": null, "role": "AXCheckBox", "description": "", "role_description": "checkbox", "value": 1, "position": "-391.00;-244.00", "size": "24;0", "children": []}, {"name": null, "role": "AXStaticText", "description": "Edit injection settings", "role_description": "text", "value": "Edit injection settings", "position": "-391.00;-244.00", "size": "-24;0", "children": []}]}, {"name": null, "role": "AXRow", "description": "Inject language or reference checked", "role_description": "row", "value": 0, "position": "-391.00;-244.00", "size": "204;24", "children": [{"name": null, "role": "AXCheckBox", "description": "", "role_description": "checkbox", "value": 1, "position": "-391.00;-244.00", "size": "24;0", "children": []}, {"name": null, "role": "AXStaticText", "description": "Inject language or reference", "role_description": "text", "value": "Inject language or reference", "position": "-391.00;-244.00", "size": "-24;0", "children": []}]}, {"name": null, "role": "AXRow", "description": "Uninject language or reference checked", "role_description": "row", "value": 0, "position": "-391.00;-244.00", "size": "220;24", "children": [{"name": null, "role": "AXCheckBox", "description": "", "role_description": "checkbox", "value": 1, "position": "-391.00;-244.00", "size": "24;0", "children": []}, {"name": null, "role": "AXStaticText", "description": "Uninject language or reference", "role_description": "text", "value": "Uninject language or reference", "position": "-391.00;-244.00", "size": "-24;0", "children": []}]}, {"name": null, "role": "AXRow", "description": "LightEdit mode checked", "role_description": "row", "value": 0, "position": "-391.00;-244.00", "size": "125;24", "children": [{"name": null, "role": "AXCheckBox", "description": "", "role_description": "checkbox", "value": 1, "position": "-391.00;-244.00", "size": "24;0", "children": []}, {"name": null, "role": "AXStaticText", "description": "Open file in project...", "role_description": "text", "value": "Open file in project...", "position": "-391.00;-244.00", "size": "-24;0", "children": []}]}, {"name": null, "role": "AXRow", "description": "Open file in project... checked", "role_description": "row", "value": 0, "position": "-391.00;-244.00", "size": "157;24", "children": [{"name": null, "role": "AXCheckBox", "description": "", "role_description": "checkbox", "value": 1, "position": "-391.00;-244.00", "size": "24;0", "children": []}, {"name": null, "role": "AXStaticText", "description": "Open file in project...", "role_description": "text", "value": "Open file in project...", "position": "-391.00;-244.00", "size": "-24;0", "children": []}]}, {"name": null, "role": "AXRow", "description": "Markdown checked", "role_description": "row", "value": 0, "position": "-391.00;-244.00", "size": "97;24", "children": [{"name": null, "role": "AXCheckBox", "description": "", "role_description": "checkbox", "value": 1, "position": "-391.00;-244.00", "size": "24;0", "children": []}, {"name": null, "role": "AXStaticText", "description": "Remove row", "role_description": "text", "value": "Remove row", "position": "-391.00;-244.00", "size": "-24;0", "children": []}]}, {"name": null, "role": "AXRow", "description": "Configure image checked", "role_description": "row", "value": 0, "position": "-391.00;-244.00", "size": "132;24", "children": [{"name": null, "role": "AXCheckBox", "description": "", "role_description": "checkbox", "value": 1, "position": "-391.00;-244.00", "size": "24;0", "children": []}, {"name": null, "role": "AXStaticText", "description": "Configure image", "role_description": "text", "value": "Configure image", "position": "-391.00;-244.00", "size": "-24;0", "children": []}]}, {"name": null, "role": "AXRow", "description": "Hide problems in code fences checked", "role_description": "row", "value": 0, "position": "-391.00;-244.00", "size": "214;24", "children": [{"name": null, "role": "AXCheckBox", "description": "", "role_description": "checkbox", "value": 1, "position": "-391.00;-244.00", "size": "24;0", "children": []}, {"name": null, "role": "AXStaticText", "description": "Hide problems in code fences", "role_description": "text", "value": "Hide problems in code fences", "position": "-391.00;-244.00", "size": "-24;0", "children": []}]}, {"name": null, "role": "AXRow", "description": "Insert column checked", "role_description": "row", "value": 0, "position": "-391.00;-244.00", "size": "114;24", "children": [{"name": null, "role": "AXCheckBox", "description": "", "role_description": "checkbox", "value": 1, "position": "-391.00;-244.00", "size": "24;0", "children": []}, {"name": null, "role": "AXStaticText", "description": "Insert column", "role_description": "text", "value": "Insert column", "position": "-391.00;-244.00", "size": "-24;0", "children": []}]}, {"name": null, "role": "AXRow", "description": "Remove column checked", "role_description": "row", "value": 0, "position": "-391.00;-244.00", "size": "128;24", "children": [{"name": null, "role": "AXCheckBox", "description": "", "role_description": "checkbox", "value": 1, "position": "-391.00;-244.00", "size": "24;0", "children": []}, {"name": null, "role": "AXStaticText", "description": "Remove column", "role_description": "text", "value": "Remove column", "position": "-391.00;-244.00", "size": "-24;0", "children": []}]}, {"name": null, "role": "AXRow", "description": "Remove row checked", "role_description": "row", "value": 0, "position": "-391.00;-244.00", "size": "107;24", "children": [{"name": null, "role": "AXCheckBox", "description": "", "role_description": "checkbox", "value": 1, "position": "-391.00;-244.00", "size": "24;0", "children": []}, {"name": null, "role": "AXStaticText", "description": "Remove row", "role_description": "text", "value": "Remove row", "position": "-391.00;-244.00", "size": "-24;0", "children": []}]}, {"name": null, "role": "AXRow", "description": "Set column alignment checked", "role_description": "row", "value": 0, "position": "-391.00;-244.00", "size": "163;24", "children": [{"name": null, "role": "AXCheckBox", "description": "", "role_description": "checkbox", "value": 1, "position": "-391.00;-244.00", "size": "24;0", "children": []}, {"name": null, "role": "AXStaticText", "description": "Set column alignment", "role_description": "text", "value": "Set column alignment", "position": "-391.00;-244.00", "size": "-24;0", "children": []}]}, {"name": null, "role": "AXRow", "description": "Other checked", "role_description": "row", "value": 0, "position": "-391.00;-244.00", "size": "66;24", "children": [{"name": null, "role": "AXCheckBox", "description": "", "role_description": "checkbox", "value": 1, "position": "-391.00;-244.00", "size": "24;0", "children": []}, {"name": null, "role": "AXStaticText", "description": "Other", "role_description": "text", "value": "Other", "position": "-391.00;-244.00", "size": "-24;0", "children": []}]}, {"name": null, "role": "AXRow", "description": "Convert absolute path to relative checked", "role_description": "row", "value": 0, "position": "-391.00;-244.00", "size": "233;24", "children": [{"name": null, "role": "AXCheckBox", "description": "", "role_description": "checkbox", "value": 1, "position": "-391.00;-244.00", "size": "24;0", "children": []}, {"name": null, "role": "AXStaticText", "description": "Convert absolute path to relative", "role_description": "text", "value": "Convert absolute path to relative", "position": "-391.00;-244.00", "size": "-24;0", "children": []}]}, {"name": null, "role": "AXRow", "description": "Convert relative path to absolute checked", "role_description": "row", "value": 0, "position": "-391.00;-244.00", "size": "233;24", "children": [{"name": null, "role": "AXCheckBox", "description": "", "role_description": "checkbox", "value": 1, "position": "-391.00;-244.00", "size": "24;0", "children": []}, {"name": null, "role": "AXStaticText", "description": "Convert relative path to absolute", "role_description": "text", "value": "Convert relative path to absolute", "position": "-391.00;-244.00", "size": "-24;0", "children": []}]}, {"name": null, "role": "AXRow", "description": "Create new scratch file from selection checked", "role_description": "row", "value": 0, "position": "-391.00;-244.00", "size": "264;24", "children": [{"name": null, "role": "AXCheckBox", "description": "", "role_description": "checkbox", "value": 1, "position": "-391.00;-244.00", "size": "24;0", "children": []}, {"name": null, "role": "AXStaticText", "description": "Create new scratch file from selection", "role_description": "text", "value": "Create new scratch file from selection", "position": "-391.00;-244.00", "size": "-24;0", "children": []}]}, {"name": null, "role": "AXRow", "description": "Flip comma checked", "role_description": "row", "value": 0, "position": "-391.00;-244.00", "size": "101;24", "children": [{"name": null, "role": "AXCheckBox", "description": "", "role_description": "checkbox", "value": 1, "position": "-391.00;-244.00", "size": "24;0", "children": []}, {"name": null, "role": "AXStaticText", "description": "Flip comma", "role_description": "text", "value": "Flip comma", "position": "-391.00;-244.00", "size": "-24;0", "children": []}]}, {"name": null, "role": "AXRow", "description": "Put elements on multiple lines checked", "role_description": "row", "value": 0, "position": "-391.00;-244.00", "size": "214;24", "children": [{"name": null, "role": "AXCheckBox", "description": "", "role_description": "checkbox", "value": 1, "position": "-391.00;-244.00", "size": "24;0", "children": []}, {"name": null, "role": "AXStaticText", "description": "Put elements on multiple lines", "role_description": "text", "value": "Put elements on multiple lines", "position": "-391.00;-244.00", "size": "-24;0", "children": []}]}, {"name": null, "role": "AXRow", "description": "Put elements on one line checked", "role_description": "row", "value": 0, "position": "-391.00;-244.00", "size": "182;24", "children": [{"name": null, "role": "AXCheckBox", "description": "", "role_description": "checkbox", "value": 1, "position": "-391.00;-244.00", "size": "24;0", "children": []}, {"name": null, "role": "AXStaticText", "description": "Put elements on one line", "role_description": "text", "value": "Put elements on one line", "position": "-391.00;-244.00", "size": "-24;0", "children": []}]}, {"name": null, "role": "AXRow", "description": "Properties checked", "role_description": "row", "value": 0, "position": "-391.00;-244.00", "size": "96;24", "children": [{"name": null, "role": "AXCheckBox", "description": "", "role_description": "checkbox", "value": 1, "position": "-391.00;-244.00", "size": "24;0", "children": []}, {"name": null, "role": "AXStaticText", "description": "Properties", "role_description": "text", "value": "Properties", "position": "-391.00;-244.00", "size": "-24;0", "children": []}]}, {"name": null, "role": "AXRow", "description": "Copy property key to the clipboard checked", "role_description": "row", "value": 0, "position": "-391.00;-244.00", "size": "246;24", "children": [{"name": null, "role": "AXCheckBox", "description": "", "role_description": "checkbox", "value": 1, "position": "-391.00;-244.00", "size": "24;0", "children": []}, {"name": null, "role": "AXStaticText", "description": "Copy property key to the clipboard", "role_description": "text", "value": "Copy property key to the clipboard", "position": "-391.00;-244.00", "size": "-24;0", "children": []}]}, {"name": null, "role": "AXRow", "description": "Copy property value to the clipboard checked", "role_description": "row", "value": 0, "position": "-391.00;-244.00", "size": "257;24", "children": [{"name": null, "role": "AXCheckBox", "description": "", "role_description": "checkbox", "value": 1, "position": "-391.00;-244.00", "size": "24;0", "children": []}, {"name": null, "role": "AXStaticText", "description": "Copy property value to the clipboard", "role_description": "text", "value": "Copy property value to the clipboard", "position": "-391.00;-244.00", "size": "-24;0", "children": []}]}, {"name": null, "role": "AXRow", "description": "Python checked", "role_description": "row", "value": 0, "position": "-391.00;-244.00", "size": "75;24", "children": [{"name": null, "role": "AXCheckBox", "description": "", "role_description": "checkbox", "value": 1, "position": "-391.00;-244.00", "size": "24;0", "children": []}, {"name": null, "role": "AXStaticText", "description": "Python", "role_description": "text", "value": "Python", "position": "-391.00;-244.00", "size": "-24;0", "children": []}]}, {"name": null, "role": "AXRow", "description": "Add type hint for variable checked", "role_description": "row", "value": 0, "position": "-391.00;-244.00", "size": "186;24", "children": [{"name": null, "role": "AXCheckBox", "description": "", "role_description": "checkbox", "value": 1, "position": "-391.00;-244.00", "size": "24;0", "children": []}, {"name": null, "role": "AXStaticText", "description": "Add type hint for variable", "role_description": "text", "value": "Add type hint for variable", "position": "-391.00;-244.00", "size": "-24;0", "children": []}]}, {"name": null, "role": "AXRow", "description": "Add type hints for function checked", "role_description": "row", "value": 0, "position": "-391.00;-244.00", "size": "195;24", "children": [{"name": null, "role": "AXCheckBox", "description": "", "role_description": "checkbox", "value": 1, "position": "-391.00;-244.00", "size": "24;0", "children": []}, {"name": null, "role": "AXStaticText", "description": "Add type hints for function", "role_description": "text", "value": "Add type hints for function", "position": "-391.00;-244.00", "size": "-24;0", "children": []}]}, {"name": null, "role": "AXRow", "description": "Convert 'from module import' to 'import module' checked", "role_description": "row", "value": 0, "position": "-391.00;-244.00", "size": "324;24", "children": [{"name": null, "role": "AXCheckBox", "description": "", "role_description": "checkbox", "value": 1, "position": "-391.00;-244.00", "size": "24;0", "children": []}, {"name": null, "role": "AXStaticText", "description": "Convert 'from module import' to 'import module'", "role_description": "text", "value": "Convert 'from module import' to 'import module'", "position": "-391.00;-244.00", "size": "-24;0", "children": []}]}, {"name": null, "role": "AXRow", "description": "Convert 'import module' to 'from module import' checked", "role_description": "row", "value": 0, "position": "-391.00;-244.00", "size": "324;24", "children": [{"name": null, "role": "AXCheckBox", "description": "", "role_description": "checkbox", "value": 1, "position": "-391.00;-244.00", "size": "24;0", "children": []}, {"name": null, "role": "AXStaticText", "description": "Convert 'import module' to 'from module import'", "role_description": "text", "value": "Convert 'import module' to 'from module import'", "position": "-391.00;-244.00", "size": "-24;0", "children": []}]}, {"name": null, "role": "AXRow", "description": "Convert absolute import to relative checked", "role_description": "row", "value": 0, "position": "-391.00;-244.00", "size": "245;24", "children": [{"name": null, "role": "AXCheckBox", "description": "", "role_description": "checkbox", "value": 1, "position": "-391.00;-244.00", "size": "24;0", "children": []}, {"name": null, "role": "AXStaticText", "description": "Convert absolute import to relative", "role_description": "text", "value": "Convert absolute import to relative", "position": "-391.00;-244.00", "size": "-24;0", "children": []}]}, {"name": null, "role": "AXRow", "description": "Convert collection to list checked", "role_description": "row", "value": 0, "position": "-391.00;-244.00", "size": "180;24", "children": [{"name": null, "role": "AXCheckBox", "description": "", "role_description": "checkbox", "value": 1, "position": "-391.00;-244.00", "size": "24;0", "children": []}, {"name": null, "role": "AXStaticText", "description": "Convert collection to list", "role_description": "text", "value": "Convert collection to list", "position": "-391.00;-244.00", "size": "-24;0", "children": []}]}, {"name": null, "role": "AXRow", "description": "Convert collection to set checked", "role_description": "row", "value": 0, "position": "-391.00;-244.00", "size": "181;24", "children": [{"name": null, "role": "AXCheckBox", "description": "", "role_description": "checkbox", "value": 1, "position": "-391.00;-244.00", "size": "24;0", "children": []}, {"name": null, "role": "AXStaticText", "description": "Convert collection to set", "role_description": "text", "value": "Convert collection to set", "position": "-391.00;-244.00", "size": "-24;0", "children": []}]}, {"name": null, "role": "AXRow", "description": "Convert collection to tuple checked", "role_description": "row", "value": 0, "position": "-391.00;-244.00", "size": "193;24", "children": [{"name": null, "role": "AXCheckBox", "description": "", "role_description": "checkbox", "value": 1, "position": "-391.00;-244.00", "size": "24;0", "children": []}, {"name": null, "role": "AXStaticText", "description": "Convert collection to tuple", "role_description": "text", "value": "Convert collection to tuple", "position": "-391.00;-244.00", "size": "-24;0", "children": []}]}, {"name": null, "role": "AXRow", "description": "Convert dict constructor to dict literal checked", "role_description": "row", "value": 0, "position": "-391.00;-244.00", "size": "262;24", "children": [{"name": null, "role": "AXCheckBox", "description": "", "role_description": "checkbox", "value": 1, "position": "-391.00;-244.00", "size": "24;0", "children": []}, {"name": null, "role": "AXStaticText", "description": "Convert dict constructor to dict literal", "role_description": "text", "value": "Convert dict constructor to dict literal", "position": "-391.00;-244.00", "size": "-24;0", "children": []}]}, {"name": null, "role": "AXRow", "description": "Convert dict literal to dict constructor checked", "role_description": "row", "value": 0, "position": "-391.00;-244.00", "size": "262;24", "children": [{"name": null, "role": "AXCheckBox", "description": "", "role_description": "checkbox", "value": 1, "position": "-391.00;-244.00", "size": "24;0", "children": []}, {"name": null, "role": "AXStaticText", "description": "Convert dict literal to dict constructor", "role_description": "text", "value": "Convert dict literal to dict constructor", "position": "-391.00;-244.00", "size": "-24;0", "children": []}]}, {"name": null, "role": "AXRow", "description": "Convert format operator to 'str.format' method call checked", "role_description": "row", "value": 0, "position": "-391.00;-244.00", "size": "342;24", "children": [{"name": null, "role": "AXCheckBox", "description": "", "role_description": "checkbox", "value": 1, "position": "-391.00;-244.00", "size": "24;0", "children": []}, {"name": null, "role": "AXStaticText", "description": "Convert format operator to 'str.format' method call", "role_description": "text", "value": "Convert format operator to 'str.format' method call", "position": "-391.00;-244.00", "size": "-24;0", "children": []}]}, {"name": null, "role": "AXRow", "description": "Convert lambda to function checked", "role_description": "row", "value": 0, "position": "-391.00;-244.00", "size": "199;24", "children": [{"name": null, "role": "AXCheckBox", "description": "", "role_description": "checkbox", "value": 1, "position": "-391.00;-244.00", "size": "24;0", "children": []}, {"name": null, "role": "AXStaticText", "description": "Convert lambda to function", "role_description": "text", "value": "Convert lambda to function", "position": "-391.00;-244.00", "size": "-24;0", "children": []}]}, {"name": null, "role": "AXRow", "description": "Convert list comprehensions to 'for' loop checked", "role_description": "row", "value": 0, "position": "-391.00;-244.00", "size": "279;24", "children": [{"name": null, "role": "AXCheckBox", "description": "", "role_description": "checkbox", "value": 1, "position": "-391.00;-244.00", "size": "24;0", "children": []}, {"name": null, "role": "AXStaticText", "description": "Convert list comprehensions to 'for' loop", "role_description": "text", "value": "Convert list comprehensions to 'for' loop", "position": "-391.00;-244.00", "size": "-24;0", "children": []}]}, {"name": null, "role": "AXRow", "description": "Convert method to property checked", "role_description": "row", "value": 0, "position": "-391.00;-244.00", "size": "203;24", "children": [{"name": null, "role": "AXCheckBox", "description": "", "role_description": "checkbox", "value": 1, "position": "-391.00;-244.00", "size": "24;0", "children": []}, {"name": null, "role": "AXStaticText", "description": "Convert method to property", "role_description": "text", "value": "Convert method to property", "position": "-391.00;-244.00", "size": "-24;0", "children": []}]}, {"name": null, "role": "AXRow", "description": "Convert relative import to absolute checked", "role_description": "row", "value": 0, "position": "-391.00;-244.00", "size": "245;24", "children": [{"name": null, "role": "AXCheckBox", "description": "", "role_description": "checkbox", "value": 1, "position": "-391.00;-244.00", "size": "24;0", "children": []}, {"name": null, "role": "AXStaticText", "description": "Convert relative import to absolute", "role_description": "text", "value": "Convert relative import to absolute", "position": "-391.00;-244.00", "size": "-24;0", "children": []}]}, {"name": null, "role": "AXRow", "description": "Convert single-quoted to double-quoted strings and vice versa checked", "role_description": "row", "value": 0, "position": "-391.00;-244.00", "size": "419;24", "children": [{"name": null, "role": "AXCheckBox", "description": "", "role_description": "checkbox", "value": 1, "position": "-391.00;-244.00", "size": "24;0", "children": []}, {"name": null, "role": "AXStaticText", "description": "Convert single-quoted to double-quoted strings and vice versa", "role_description": "text", "value": "Convert single-quoted to double-quoted strings and vice versa", "position": "-391.00;-244.00", "size": "-24;0", "children": []}]}, {"name": null, "role": "AXRow", "description": "Convert static method to function checked", "role_description": "row", "value": 0, "position": "-391.00;-244.00", "size": "238;24", "children": [{"name": null, "role": "AXCheckBox", "description": "", "role_description": "checkbox", "value": 1, "position": "-391.00;-244.00", "size": "24;0", "children": []}, {"name": null, "role": "AXStaticText", "description": "Convert static method to function", "role_description": "text", "value": "Convert static method to function", "position": "-391.00;-244.00", "size": "-24;0", "children": []}]}, {"name": null, "role": "AXRow", "description": "Convert to f-string literal checked", "role_description": "row", "value": 0, "position": "-391.00;-244.00", "size": "183;24", "children": [{"name": null, "role": "AXCheckBox", "description": "", "role_description": "checkbox", "value": 1, "position": "-391.00;-244.00", "size": "24;0", "children": []}, {"name": null, "role": "AXStaticText", "description": "Convert to f-string literal", "role_description": "text", "value": "Convert to f-string literal", "position": "-391.00;-244.00", "size": "-24;0", "children": []}]}, {"name": null, "role": "AXRow", "description": "Convert triple-quoted string to single-quoted string checked", "role_description": "row", "value": 0, "position": "-391.00;-244.00", "size": "347;24", "children": [{"name": null, "role": "AXCheckBox", "description": "", "role_description": "checkbox", "value": 1, "position": "-391.00;-244.00", "size": "24;0", "children": []}, {"name": null, "role": "AXStaticText", "description": "Convert triple-quoted string to single-quoted string", "role_description": "text", "value": "Convert triple-quoted string to single-quoted string", "position": "-391.00;-244.00", "size": "-24;0", "children": []}]}, {"name": null, "role": "AXRow", "description": "Convert type comment to variable annotation checked", "role_description": "row", "value": 0, "position": "-391.00;-244.00", "size": "310;24", "children": [{"name": null, "role": "AXCheckBox", "description": "", "role_description": "checkbox", "value": 1, "position": "-391.00;-244.00", "size": "24;0", "children": []}, {"name": null, "role": "AXStaticText", "description": "Convert type comment to variable annotation", "role_description": "text", "value": "Convert type comment to variable annotation", "position": "-391.00;-244.00", "size": "-24;0", "children": []}]}, {"name": null, "role": "AXRow", "description": "Convert variadic parameters to normal checked", "role_description": "row", "value": 0, "position": "-391.00;-244.00", "size": "267;24", "children": [{"name": null, "role": "AXCheckBox", "description": "", "role_description": "checkbox", "value": 1, "position": "-391.00;-244.00", "size": "24;0", "children": []}, {"name": null, "role": "AXStaticText", "description": "Convert variadic parameters to normal", "role_description": "text", "value": "Convert variadic parameters to normal", "position": "-391.00;-244.00", "size": "-24;0", "children": []}]}, {"name": null, "role": "AXRow", "description": "De Morgan's law checked", "role_description": "row", "value": 0, "position": "-391.00;-244.00", "size": "132;24", "children": [{"name": null, "role": "AXCheckBox", "description": "", "role_description": "checkbox", "value": 1, "position": "-391.00;-244.00", "size": "24;0", "children": []}, {"name": null, "role": "AXStaticText", "description": "De Morgan's law", "role_description": "text", "value": "De Morgan's law", "position": "-391.00;-244.00", "size": "-24;0", "children": []}]}, {"name": null, "role": "AXRow", "description": "Flip comparison checked", "role_description": "row", "value": 0, "position": "-391.00;-244.00", "size": "128;24", "children": [{"name": null, "role": "AXCheckBox", "description": "", "role_description": "checkbox", "value": 1, "position": "-391.00;-244.00", "size": "24;0", "children": []}, {"name": null, "role": "AXStaticText", "description": "Flip comparison", "role_description": "text", "value": "Flip comparison", "position": "-391.00;-244.00", "size": "-24;0", "children": []}]}, {"name": null, "role": "AXRow", "description": "Hide type annotations checked", "role_description": "row", "value": 0, "position": "-391.00;-244.00", "size": "166;24", "children": [{"name": null, "role": "AXCheckBox", "description": "", "role_description": "checkbox", "value": 1, "position": "-391.00;-244.00", "size": "24;0", "children": []}, {"name": null, "role": "AXStaticText", "description": "Hide type annotations", "role_description": "text", "value": "Hide type annotations", "position": "-391.00;-244.00", "size": "-24;0", "children": []}]}, {"name": null, "role": "AXRow", "description": "Insert docstring stub checked", "role_description": "row", "value": 0, "position": "-391.00;-244.00", "size": "158;24", "children": [{"name": null, "role": "AXCheckBox", "description": "", "role_description": "checkbox", "value": 1, "position": "-391.00;-244.00", "size": "24;0", "children": []}, {"name": null, "role": "AXStaticText", "description": "Insert docstring stub", "role_description": "text", "value": "Insert docstring stub", "position": "-391.00;-244.00", "size": "-24;0", "children": []}]}, {"name": null, "role": "AXRow", "description": "Insert type assertion checked", "role_description": "row", "value": 0, "position": "-391.00;-244.00", "size": "157;24", "children": [{"name": null, "role": "AXCheckBox", "description": "", "role_description": "checkbox", "value": 1, "position": "-391.00;-244.00", "size": "24;0", "children": []}, {"name": null, "role": "AXStaticText", "description": "Insert type assertion", "role_description": "text", "value": "Insert type assertion", "position": "-391.00;-244.00", "size": "-24;0", "children": []}]}, {"name": null, "role": "AXRow", "description": "Invert 'if' condition checked", "role_description": "row", "value": 0, "position": "-391.00;-244.00", "size": "144;24", "children": [{"name": null, "role": "AXCheckBox", "description": "", "role_description": "checkbox", "value": 1, "position": "-391.00;-244.00", "size": "24;0", "children": []}, {"name": null, "role": "AXStaticText", "description": "Invert 'if' condition", "role_description": "text", "value": "Invert 'if' condition", "position": "-391.00;-244.00", "size": "-24;0", "children": []}]}, {"name": null, "role": "AXRow", "description": "Join 'if' statements checked", "role_description": "row", "value": 0, "position": "-391.00;-244.00", "size": "146;24", "children": [{"name": null, "role": "AXCheckBox", "description": "", "role_description": "checkbox", "value": 1, "position": "-391.00;-244.00", "size": "24;0", "children": []}, {"name": null, "role": "AXStaticText", "description": "Join 'if' statements", "role_description": "text", "value": "Join 'if' statements", "position": "-391.00;-244.00", "size": "-24;0", "children": []}]}, {"name": null, "role": "AXRow", "description": "Negate comparison checked", "role_description": "row", "value": 0, "position": "-391.00;-244.00", "size": "151;24", "children": [{"name": null, "role": "AXCheckBox", "description": "", "role_description": "checkbox", "value": 1, "position": "-391.00;-244.00", "size": "24;0", "children": []}, {"name": null, "role": "AXStaticText", "description": "Negate comparison", "role_description": "text", "value": "Negate comparison", "position": "-391.00;-244.00", "size": "-24;0", "children": []}]}, {"name": null, "role": "AXRow", "description": "Replace string concatenation with 'str.format' checked", "role_description": "row", "value": 0, "position": "-391.00;-244.00", "size": "309;24", "children": [{"name": null, "role": "AXCheckBox", "description": "", "role_description": "checkbox", "value": 1, "position": "-391.00;-244.00", "size": "24;0", "children": []}, {"name": null, "role": "AXStaticText", "description": "Replace string concatenation with 'str.format'", "role_description": "text", "value": "Replace string concatenation with 'str.format'", "position": "-391.00;-244.00", "size": "-24;0", "children": []}]}, {"name": null, "role": "AXRow", "description": "Specify type for reference in docstring checked", "role_description": "row", "value": 0, "position": "-391.00;-244.00", "size": "268;24", "children": [{"name": null, "role": "AXCheckBox", "description": "", "role_description": "checkbox", "value": 1, "position": "-391.00;-244.00", "size": "24;0", "children": []}, {"name": null, "role": "AXStaticText", "description": "Specify type for reference in docstring", "role_description": "text", "value": "Specify type for reference in docstring", "position": "-391.00;-244.00", "size": "-24;0", "children": []}]}, {"name": null, "role": "AXRow", "description": "Specify type for reference using annotation checked", "role_description": "row", "value": 0, "position": "-391.00;-244.00", "size": "298;24", "children": [{"name": null, "role": "AXCheckBox", "description": "", "role_description": "checkbox", "value": 1, "position": "-391.00;-244.00", "size": "24;0", "children": []}, {"name": null, "role": "AXStaticText", "description": "Specify type for reference using annotation", "role_description": "text", "value": "Specify type for reference using annotation", "position": "-391.00;-244.00", "size": "-24;0", "children": []}]}, {"name": null, "role": "AXRow", "description": "Split 'if' statement checked", "role_description": "row", "value": 0, "position": "-391.00;-244.00", "size": "141;24", "children": [{"name": null, "role": "AXCheckBox", "description": "", "role_description": "checkbox", "value": 1, "position": "-391.00;-244.00", "size": "24;0", "children": []}, {"name": null, "role": "AXStaticText", "description": "Split 'if' statement", "role_description": "text", "value": "Split 'if' statement", "position": "-391.00;-244.00", "size": "-24;0", "children": []}]}, {"name": null, "role": "AXRow", "description": "Switch using import aliases checked", "role_description": "row", "value": 0, "position": "-391.00;-244.00", "size": "198;24", "children": [{"name": null, "role": "AXCheckBox", "description": "", "role_description": "checkbox", "value": 1, "position": "-391.00;-244.00", "size": "24;0", "children": []}, {"name": null, "role": "AXStaticText", "description": "Switch using import aliases", "role_description": "text", "value": "Switch using import aliases", "position": "-391.00;-244.00", "size": "-24;0", "children": []}]}, {"name": null, "role": "AXRow", "description": "Transform conditional expressions into 'if/else' statements checked", "role_description": "row", "value": 0, "position": "-391.00;-244.00", "size": "389;24", "children": [{"name": null, "role": "AXCheckBox", "description": "", "role_description": "checkbox", "value": 1, "position": "-391.00;-244.00", "size": "24;0", "children": []}, {"name": null, "role": "AXStaticText", "description": "Transform conditional expressions into 'if/else' statements", "role_description": "text", "value": "Transform conditional expressions into 'if/else' statements", "position": "-391.00;-244.00", "size": "-24;0", "children": []}]}, {"name": null, "role": "AXRow", "description": "Transform explicit iterations with 'yield' into 'yield from' expressions checked", "role_description": "row", "value": 0, "position": "-391.00;-244.00", "size": "446;24", "children": [{"name": null, "role": "AXCheckBox", "description": "", "role_description": "checkbox", "value": 1, "position": "-391.00;-244.00", "size": "24;0", "children": []}, {"name": null, "role": "AXStaticText", "description": "Transform explicit iterations with 'yield' into 'yield from' expressions", "role_description": "text", "value": "Transform explicit iterations with 'yield' into 'yield from' expressions", "position": "-391.00;-244.00", "size": "-24;0", "children": []}]}, {"name": null, "role": "AXRow", "description": "Qodana configuration checked", "role_description": "row", "value": 0, "position": "-391.00;-244.00", "size": "167;24", "children": [{"name": null, "role": "AXCheckBox", "description": "", "role_description": "checkbox", "value": 1, "position": "-391.00;-244.00", "size": "24;0", "children": []}, {"name": null, "role": "AXStaticText", "description": "Qodana configuration", "role_description": "text", "value": "Qodana configuration", "position": "-391.00;-244.00", "size": "-24;0", "children": []}]}, {"name": null, "role": "AXRow", "description": "Qodana configuration checked", "role_description": "row", "value": 0, "position": "-391.00;-244.00", "size": "163;24", "children": [{"name": null, "role": "AXCheckBox", "description": "", "role_description": "checkbox", "value": 1, "position": "-391.00;-244.00", "size": "24;0", "children": []}, {"name": null, "role": "AXStaticText", "description": "Qodana configuration", "role_description": "text", "value": "Qodana configuration", "position": "-391.00;-244.00", "size": "-24;0", "children": []}]}, {"name": null, "role": "AXRow", "description": "RegExp checked", "role_description": "row", "value": 0, "position": "-391.00;-244.00", "size": "78;24", "children": [{"name": null, "role": "AXCheckBox", "description": "", "role_description": "checkbox", "value": 1, "position": "-391.00;-244.00", "size": "24;0", "children": []}, {"name": null, "role": "AXStaticText", "description": "RegExp", "role_description": "text", "value": "RegExp", "position": "-391.00;-244.00", "size": "-24;0", "children": []}]}, {"name": null, "role": "AXRow", "description": "Check RegExp checked", "role_description": "row", "value": 0, "position": "-391.00;-244.00", "size": "120;24", "children": [{"name": null, "role": "AXCheckBox", "description": "", "role_description": "checkbox", "value": 1, "position": "-391.00;-244.00", "size": "24;0", "children": []}, {"name": null, "role": "AXStaticText", "description": "Check RegExp", "role_description": "text", "value": "Check RegExp", "position": "-391.00;-244.00", "size": "-24;0", "children": []}]}, {"name": null, "role": "AXRow", "description": "Shell script checked", "role_description": "row", "value": 0, "position": "-391.00;-244.00", "size": "101;24", "children": [{"name": null, "role": "AXCheckBox", "description": "", "role_description": "checkbox", "value": 1, "position": "-391.00;-244.00", "size": "24;0", "children": []}, {"name": null, "role": "AXStaticText", "description": "Shell script", "role_description": "text", "value": "Shell script", "position": "-391.00;-244.00", "size": "-24;0", "children": []}]}, {"name": null, "role": "AXRow", "description": "Explain shell checked", "role_description": "row", "value": 0, "position": "-391.00;-244.00", "size": "106;24", "children": [{"name": null, "role": "AXCheckBox", "description": "", "role_description": "checkbox", "value": 1, "position": "-391.00;-244.00", "size": "24;0", "children": []}, {"name": null, "role": "AXStaticText", "description": "Explain shell", "role_description": "text", "value": "Explain shell", "position": "-391.00;-244.00", "size": "-24;0", "children": []}]}, {"name": null, "role": "AXRow", "description": "Rename all occurrences checked", "role_description": "row", "value": 0, "position": "-391.00;-244.00", "size": "177;24", "children": [{"name": null, "role": "AXCheckBox", "description": "", "role_description": "checkbox", "value": 1, "position": "-391.00;-244.00", "size": "24;0", "children": []}, {"name": null, "role": "AXStaticText", "description": "Rename all occurrences", "role_description": "text", "value": "Rename all occurrences", "position": "-391.00;-244.00", "size": "-24;0", "children": []}]}, {"name": null, "role": "AXRow", "description": "TOML checked", "role_description": "row", "value": 0, "position": "-391.00;-244.00", "size": "68;24", "children": [{"name": null, "role": "AXCheckBox", "description": "", "role_description": "checkbox", "value": 1, "position": "-391.00;-244.00", "size": "24;0", "children": []}, {"name": null, "role": "AXStaticText", "description": "TOML", "role_description": "text", "value": "TOML", "position": "-391.00;-244.00", "size": "-24;0", "children": []}]}, {"name": null, "role": "AXRow", "description": "Expand into separate table checked", "role_description": "row", "value": 0, "position": "-391.00;-244.00", "size": "195;24", "children": [{"name": null, "role": "AXCheckBox", "description": "", "role_description": "checkbox", "value": 1, "position": "-391.00;-244.00", "size": "24;0", "children": []}, {"name": null, "role": "AXStaticText", "description": "Expand into separate table", "role_description": "text", "value": "Expand into separate table", "position": "-391.00;-244.00", "size": "-24;0", "children": []}]}, {"name": null, "role": "AXRow", "description": "XML checked", "role_description": "row", "value": 0, "position": "-391.00;-244.00", "size": "59;24", "children": [{"name": null, "role": "AXCheckBox", "description": "", "role_description": "checkbox", "value": 1, "position": "-391.00;-244.00", "size": "24;0", "children": []}, {"name": null, "role": "AXStaticText", "description": "XML", "role_description": "text", "value": "XML", "position": "-391.00;-244.00", "size": "-24;0", "children": []}]}, {"name": null, "role": "AXRow", "description": "Add 'xsi:schemaLocation' attribute checked", "role_description": "row", "value": 0, "position": "-391.00;-244.00", "size": "242;24", "children": [{"name": null, "role": "AXCheckBox", "description": "", "role_description": "checkbox", "value": 1, "position": "-391.00;-244.00", "size": "24;0", "children": []}, {"name": null, "role": "AXStaticText", "description": "Add 'xsi:schemaLocation' attribute", "role_description": "text", "value": "Add 'xsi:schemaLocation' attribute", "position": "-391.00;-244.00", "size": "-24;0", "children": []}]}, {"name": null, "role": "AXRow", "description": "Choose color checked", "role_description": "row", "value": 0, "position": "-391.00;-244.00", "size": "112;24", "children": [{"name": null, "role": "AXCheckBox", "description": "", "role_description": "checkbox", "value": 1, "position": "-391.00;-244.00", "size": "24;0", "children": []}, {"name": null, "role": "AXStaticText", "description": "Choose color", "role_description": "text", "value": "Choose color", "position": "-391.00;-244.00", "size": "-24;0", "children": []}]}, {"name": null, "role": "AXRow", "description": "Collapse empty tag checked", "role_description": "row", "value": 0, "position": "-391.00;-244.00", "size": "150;24", "children": [{"name": null, "role": "AXCheckBox", "description": "", "role_description": "checkbox", "value": 1, "position": "-391.00;-244.00", "size": "24;0", "children": []}, {"name": null, "role": "AXStaticText", "description": "Collapse empty tag", "role_description": "text", "value": "Collapse empty tag", "position": "-391.00;-244.00", "size": "-24;0", "children": []}]}, {"name": null, "role": "AXRow", "description": "Convert CDATA to text checked", "role_description": "row", "value": 0, "position": "-391.00;-244.00", "size": "172;24", "children": [{"name": null, "role": "AXCheckBox", "description": "", "role_description": "checkbox", "value": 1, "position": "-391.00;-244.00", "size": "24;0", "children": []}, {"name": null, "role": "AXStaticText", "description": "Convert CDATA to text", "role_description": "text", "value": "Convert CDATA to text", "position": "-391.00;-244.00", "size": "-24;0", "children": []}]}, {"name": null, "role": "AXRow", "description": "Convert text to CDATA checked", "role_description": "row", "value": 0, "position": "-391.00;-244.00", "size": "172;24", "children": [{"name": null, "role": "AXCheckBox", "description": "", "role_description": "checkbox", "value": 1, "position": "-391.00;-244.00", "size": "24;0", "children": []}, {"name": null, "role": "AXStaticText", "description": "Convert text to CDATA", "role_description": "text", "value": "Convert text to CDATA", "position": "-391.00;-244.00", "size": "-24;0", "children": []}]}, {"name": null, "role": "AXRow", "description": "Fetch external resource checked", "role_description": "row", "value": 0, "position": "-391.00;-244.00", "size": "177;24", "children": [{"name": null, "role": "AXCheckBox", "description": "", "role_description": "checkbox", "value": 1, "position": "-391.00;-244.00", "size": "24;0", "children": []}, {"name": null, "role": "AXStaticText", "description": "Fetch external resource", "role_description": "text", "value": "Fetch external resource", "position": "-391.00;-244.00", "size": "-24;0", "children": []}]}, {"name": null, "role": "AXRow", "description": "Insert namespace prefix checked", "role_description": "row", "value": 0, "position": "-391.00;-244.00", "size": "179;24", "children": [{"name": null, "role": "AXCheckBox", "description": "", "role_description": "checkbox", "value": 1, "position": "-391.00;-244.00", "size": "24;0", "children": []}, {"name": null, "role": "AXStaticText", "description": "Insert namespace prefix", "role_description": "text", "value": "Insert namespace prefix", "position": "-391.00;-244.00", "size": "-24;0", "children": []}]}, {"name": null, "role": "AXRow", "description": "Manually set up external resource checked", "role_description": "row", "value": 0, "position": "-391.00;-244.00", "size": "238;24", "children": [{"name": null, "role": "AXCheckBox", "description": "", "role_description": "checkbox", "value": 1, "position": "-391.00;-244.00", "size": "24;0", "children": []}, {"name": null, "role": "AXStaticText", "description": "Manually set up external resource", "role_description": "text", "value": "Manually set up external resource", "position": "-391.00;-244.00", "size": "-24;0", "children": []}]}, {"name": null, "role": "AXRow", "description": "Rearrange tag attributes checked", "role_description": "row", "value": 0, "position": "-391.00;-244.00", "size": "181;24", "children": [{"name": null, "role": "AXCheckBox", "description": "", "role_description": "checkbox", "value": 1, "position": "-391.00;-244.00", "size": "24;0", "children": []}, {"name": null, "role": "AXStaticText", "description": "Rearrange tag attributes", "role_description": "text", "value": "Rearrange tag attributes", "position": "-391.00;-244.00", "size": "-24;0", "children": []}]}, {"name": null, "role": "AXRow", "description": "Remove attribute checked", "role_description": "row", "value": 0, "position": "-391.00;-244.00", "size": "137;24", "children": [{"name": null, "role": "AXCheckBox", "description": "", "role_description": "checkbox", "value": 1, "position": "-391.00;-244.00", "size": "24;0", "children": []}, {"name": null, "role": "AXStaticText", "description": "Remove attribute", "role_description": "text", "value": "Remove attribute", "position": "-391.00;-244.00", "size": "-24;0", "children": []}]}, {"name": null, "role": "AXRow", "description": "Remove tag (preserves children) checked", "role_description": "row", "value": 0, "position": "-391.00;-244.00", "size": "231;24", "children": [{"name": null, "role": "AXCheckBox", "description": "", "role_description": "checkbox", "value": 1, "position": "-391.00;-244.00", "size": "24;0", "children": []}, {"name": null, "role": "AXStaticText", "description": "Remove tag (preserves children)", "role_description": "text", "value": "Remove tag (preserves children)", "position": "-391.00;-244.00", "size": "-24;0", "children": []}]}, {"name": null, "role": "AXRow", "description": "Reset to default namespace checked", "role_description": "row", "value": 0, "position": "-391.00;-244.00", "size": "203;24", "children": [{"name": null, "role": "AXCheckBox", "description": "", "role_description": "checkbox", "value": 1, "position": "-391.00;-244.00", "size": "24;0", "children": []}, {"name": null, "role": "AXStaticText", "description": "Reset to default namespace", "role_description": "text", "value": "Reset to default namespace", "position": "-391.00;-244.00", "size": "-24;0", "children": []}]}, {"name": null, "role": "AXRow", "description": "Split current tag checked", "role_description": "row", "value": 0, "position": "-391.00;-244.00", "size": "129;24", "children": [{"name": null, "role": "AXCheckBox", "description": "", "role_description": "checkbox", "value": 1, "position": "-391.00;-244.00", "size": "24;0", "children": []}, {"name": null, "role": "AXStaticText", "description": "Split current tag", "role_description": "text", "value": "Split current tag", "position": "-391.00;-244.00", "size": "-24;0", "children": []}]}, {"name": null, "role": "AXRow", "description": "YAML checked", "role_description": "row", "value": 0, "position": "-391.00;-244.00", "size": "68;24", "children": [{"name": null, "role": "AXCheckBox", "description": "", "role_description": "checkbox", "value": 1, "position": "-391.00;-244.00", "size": "24;0", "children": []}, {"name": null, "role": "AXStaticText", "description": "YAML", "role_description": "text", "value": "YAML", "position": "-391.00;-244.00", "size": "-24;0", "children": []}]}, {"name": null, "role": "AXRow", "description": "Expand all collections inside checked", "role_description": "row", "value": 0, "position": "-391.00;-244.00", "size": "203;24", "children": [{"name": null, "role": "AXCheckBox", "description": "", "role_description": "checkbox", "value": 1, "position": "-391.00;-244.00", "size": "24;0", "children": []}, {"name": null, "role": "AXStaticText", "description": "Expand all collections inside", "role_description": "text", "value": "Expand all collections inside", "position": "-391.00;-244.00", "size": "-24;0", "children": []}]}, {"name": null, "role": "AXRow", "description": "Expand collection checked", "role_description": "row", "value": 0, "position": "-391.00;-244.00", "size": "139;24", "children": [{"name": null, "role": "AXCheckBox", "description": "", "role_description": "checkbox", "value": 1, "position": "-391.00;-244.00", "size": "24;0", "children": []}, {"name": null, "role": "AXStaticText", "description": "Expand collection", "role_description": "text", "value": "Expand collection", "position": "-391.00;-244.00", "size": "-24;0", "children": []}]}, {"name": null, "role": "AXRow", "description": "Inline collection checked", "role_description": "row", "value": 0, "position": "-391.00;-244.00", "size": "126;24", "children": [{"name": null, "role": "AXCheckBox", "description": "", "role_description": "checkbox", "value": 1, "position": "-391.00;-244.00", "size": "24;0", "children": []}, {"name": null, "role": "AXStaticText", "description": "Inline collection", "role_description": "text", "value": "Inline collection", "position": "-391.00;-244.00", "size": "-24;0", "children": []}]}, {"name": null, "role": "AXRow", "description": "Missing optional properties checked", "role_description": "row", "value": 0, "position": "-391.00;-244.00", "size": "197;24", "children": [{"name": null, "role": "AXCheckBox", "description": "", "role_description": "checkbox", "value": 1, "position": "-391.00;-244.00", "size": "24;0", "children": []}, {"name": null, "role": "AXStaticText", "description": "Missing optional properties", "role_description": "text", "value": "Missing optional properties", "position": "-391.00;-244.00", "size": "-24;0", "children": []}]}]}]}, {"name": null, "role": "AXScrollArea", "description": null, "role_description": "scroll area", "value": 0, "position": "-391.00;-244.00", "size": "342;145", "children": [{"name": null, "role": "AXTextField", "description": "text/html", "role_description": "text field", "value": "\nYou have selected the intention category AI Assistant. By clicking the checkbox, you can enable/ disable all intentions in this category. To enable/ disable a particular intention, select the intention inside this category.", "position": "-391.00;-244.00", "size": "342;145", "children": [{"name": null, "role": "AXTextField", "description": "text/html", "role_description": "text field", "value": null, "position": "-391.00;-244.00", "size": "0;0", "children": []}, {"name": null, "role": "AXTextField", "description": "text/html", "role_description": "text field", "value": null, "position": "-391.00;-244.00", "size": "257;17", "children": []}, {"name": null, "role": "AXTextField", "description": "text/html", "role_description": "text field", "value": null, "position": "-391.00;-244.00", "size": "76;17", "children": []}, {"name": null, "role": "AXTextField", "description": "text/html", "role_description": "text field", "value": null, "position": "-391.00;-244.00", "size": "4;17", "children": []}, {"name": null, "role": "AXTextField", "description": "text/html", "role_description": "text field", "value": null, "position": "-391.00;-244.00", "size": "258;17", "children": []}, {"name": null, "role": "AXTextField", "description": "text/html", "role_description": "text field", "value": null, "position": "-391.00;-244.00", "size": "323;34", "children": []}, {"name": null, "role": "AXTextField", "description": "text/html", "role_description": "text field", "value": null, "position": "-391.00;-244.00", "size": "66;17", "children": []}, {"name": null, "role": "AXTextField", "description": "text/html", "role_description": "text field", "value": null, "position": "-391.00;-244.00", "size": "312;34", "children": []}, {"name": null, "role": "AXTextField", "description": "text/html", "role_description": "text field", "value": null, "position": "-391.00;-244.00", "size": "0;17", "children": []}]}, {"name": null, "role": "AXScrollBar", "description": null, "role_description": "scroll bar", "value": 0, "position": "-391.00;-244.00", "size": "0;0", "children": []}, {"name": null, "role": "AXScrollBar", "description": null, "role_description": "scroll bar", "value": 0, "position": "-391.00;-244.00", "size": "0;0", "children": []}]}, {"name": null, "role": "AXStaticText", "description": "Before:", "role_description": "text", "value": "Before:", "position": "-391.00;-244.00", "size": "44;17", "children": []}, {"name": null, "role": "AXScrollArea", "description": null, "role_description": "scroll area", "value": 0, "position": "-391.00;-244.00", "size": "342;184", "children": [{"name": null, "role": "AXScrollBar", "description": null, "role_description": "scroll bar", "value": 0, "position": "-391.00;-244.00", "size": "14;182", "children": []}, {"name": null, "role": "AXScrollBar", "description": null, "role_description": "scroll bar", "value": 0, "position": "-391.00;-244.00", "size": "302;14", "children": []}, {"name": null, "role": "AXGroup", "description": "", "role_description": "group", "value": 0, "position": "-391.00;-244.00", "size": "0;0", "children": []}, {"name": null, "role": "AXStaticText", "description": "", "role_description": "text", "value": "", "position": "-391.00;-244.00", "size": "0;0", "children": []}, {"name": null, "role": "AXGroup", "description": null, "role_description": "group", "value": 0, "position": "-391.00;-244.00", "size": "24;182", "children": []}, {"name": null, "role": "AXTextArea", "description": "Editor", "role_description": "text entry area", "value": "The sample code featuring the selected intention will be shown here. \nFlashing rectangle shows the place where intention is applicable.", "position": "-391.00;-244.00", "size": "538;182", "children": []}]}, {"name": null, "role": "AXStaticText", "description": "", "role_description": "text", "value": "", "position": "-391.00;-244.00", "size": "0;0", "children": [{"name": null, "role": "AXStaticText", "description": null, "role_description": "text", "value": null, "position": "-391.00;-244.00", "size": "0;0", "children": []}, {"name": null, "role": "AXTextField", "description": "text/html", "role_description": "text field", "value": "", "position": "-391.00;-244.00", "size": "0;0", "children": [{"name": null, "role": "AXTextField", "description": "text/html", "role_description": "text field", "value": null, "position": "-391.00;-244.00", "size": "0;0", "children": []}]}]}, {"name": null, "role": "AXStaticText", "description": "After:", "role_description": "text", "value": "After:", "position": "-391.00;-244.00", "size": "34;17", "children": []}, {"name": null, "role": "AXScrollArea", "description": null, "role_description": "scroll area", "value": 0, "position": "-391.00;-244.00", "size": "342;184", "children": [{"name": null, "role": "AXScrollBar", "description": null, "role_description": "scroll bar", "value": 0, "position": "-391.00;-244.00", "size": "14;182", "children": []}, {"name": null, "role": "AXScrollBar", "description": null, "role_description": "scroll bar", "value": 0, "position": "-391.00;-244.00", "size": "302;14", "children": []}, {"name": null, "role": "AXGroup", "description": "", "role_description": "group", "value": 0, "position": "-391.00;-244.00", "size": "0;0", "children": []}, {"name": null, "role": "AXStaticText", "description": "", "role_description": "text", "value": "", "position": "-391.00;-244.00", "size": "0;0", "children": []}, {"name": null, "role": "AXGroup", "description": null, "role_description": "group", "value": 0, "position": "-391.00;-244.00", "size": "24;182", "children": []}, {"name": null, "role": "AXTextArea", "description": "Editor", "role_description": "text entry area", "value": "The result of applying the intention will be shown here.", "position": "-391.00;-244.00", "size": "436;182", "children": []}]}, {"name": null, "role": "AXStaticText", "description": "", "role_description": "text", "value": "", "position": "-391.00;-244.00", "size": "0;0", "children": [{"name": null, "role": "AXStaticText", "description": null, "role_description": "text", "value": null, "position": "-391.00;-244.00", "size": "0;0", "children": []}, {"name": null, "role": "AXTextField", "description": "text/html", "role_description": "text field", "value": "", "position": "-391.00;-244.00", "size": "0;0", "children": [{"name": null, "role": "AXTextField", "description": "text/html", "role_description": "text field", "value": null, "position": "-391.00;-244.00", "size": "0;0", "children": []}]}]}, {"name": null, "role": "AXScrollArea", "description": null, "role_description": "scroll area", "value": 0, "position": "-391.00;-244.00", "size": "677;529", "children": [{"name": null, "role": "AXTable", "description": "table", "role_description": "table", "value": 0, "position": "-391.00;-244.00", "size": "677;504", "children": []}, {"name": null, "role": "AXScrollBar", "description": null, "role_description": "scroll bar", "value": 0, "position": "-391.00;-244.00", "size": "0;0", "children": []}, {"name": null, "role": "AXScrollBar", "description": null, "role_description": "scroll bar", "value": 0, "position": "-391.00;-244.00", "size": "0;0", "children": []}, {"name": null, "role": "AXStaticText", "description": " ", "role_description": "text", "value": " ", "position": "-391.00;-244.00", "size": "28;0", "children": []}, {"name": null, "role": "AXStaticText", "description": "Name", "role_description": "text", "value": "Name", "position": "-391.00;-244.00", "size": "411;0", "children": []}, {"name": null, "role": "AXStaticText", "description": "Language", "role_description": "text", "value": "Language", "position": "-391.00;-244.00", "size": "162;0", "children": []}, {"name": null, "role": "AXStaticText", "description": "Scope", "role_description": "text", "value": "Scope", "position": "-391.00;-244.00", "size": "76;0", "children": []}]}, {"name": null, "role": "AXGroup", "description": "Action Toolbar", "role_description": "group", "value": 0, "position": "-391.00;-244.00", "size": "677;24", "children": [{"name": null, "role": "AXButton", "description": "Add", "role_description": "button", "value": null, "position": "-391.00;-244.00", "size": "26;24", "children": []}, {"name": null, "role": "AXButton", "description": "Remove", "role_description": "button", "value": null, "position": "-391.00;-244.00", "size": "26;24", "children": []}, {"name": null, "role": "AXButton", "description": "Edit", "role_description": "button", "value": null, "position": "-391.00;-244.00", "size": "26;24", "children": []}, {"name": null, "role": "AXButton", "description": "Duplicate", "role_description": "button", "value": null, "position": "-391.00;-244.00", "size": "26;24", "children": []}, {"name": null, "role": "AXButton", "description": "Enable Selected Injections", "role_description": "button", "value": null, "position": "-391.00;-244.00", "size": "26;24", "children": []}, {"name": null, "role": "AXButton", "description": "Disable Selected Injections", "role_description": "button", "value": null, "position": "-391.00;-244.00", "size": "26;24", "children": []}, {"name": null, "role": "AXButton", "description": "Move to Project Scope", "role_description": "button", "value": null, "position": "-391.00;-244.00", "size": "26;24", "children": []}, {"name": null, "role": "AXButton", "description": "Import", "role_description": "button", "value": null, "position": "-391.00;-244.00", "size": "26;24", "children": []}, {"name": null, "role": "AXButton", "description": "Export", "role_description": "button", "value": null, "position": "-391.00;-244.00", "size": "26;24", "children": []}]}, {"name": null, "role": "AXStaticText", "description": "no injections configured", "role_description": "text", "value": "no injections configured", "position": "-391.00;-244.00", "size": "679;17", "children": []}, {"name": null, "role": "AXScrollArea", "description": null, "role_description": "scroll area", "value": 0, "position": "-391.00;-244.00", "size": "348;123", "children": [{"name": null, "role": "AXList", "description": "list", "role_description": "list", "value": 0, "position": "-391.00;-244.00", "size": "348;123", "children": [{"name": null, "role": "AXRow", "description": "English (USA)", "role_description": "row", "value": 0, "position": "-391.00;-244.00", "size": "348;27", "children": [{"name": null, "role": "AXStaticText", "description": "English (USA)", "role_description": "text", "value": 0, "position": "-391.00;-244.00", "size": "348;27", "children": []}]}]}, {"name": null, "role": "AXScrollBar", "description": null, "role_description": "scroll bar", "value": 0, "position": "-391.00;-244.00", "size": "0;0", "children": []}, {"name": null, "role": "AXScrollBar", "description": null, "role_description": "scroll bar", "value": 0, "position": "-391.00;-244.00", "size": "0;0", "children": []}]}, {"name": null, "role": "AXGroup", "description": "Action Toolbar", "role_description": "group", "value": 0, "position": "-391.00;-244.00", "size": "348;24", "children": [{"name": null, "role": "AXButton", "description": "Add", "role_description": "button", "value": null, "position": "-391.00;-244.00", "size": "26;24", "children": []}, {"name": null, "role": "AXButton", "description": "Remove", "role_description": "button", "value": null, "position": "-391.00;-244.00", "size": "26;24", "children": []}]}, {"name": null, "role": "AXLink", "description": "Download missing languages", "role_description": "link", "value": null, "position": "-391.00;-244.00", "size": "0;0", "children": []}, {"name": null, "role": "AXLink", "description": "Configure 'Proofreading' inspections...", "role_description": "link", "value": null, "position": "-391.00;-244.00", "size": "238;17", "children": []}, {"name": null, "role": "AXTabGroup", "description": "Rules", "role_description": "tab group", "value": "{\n    \"name\": null,\n    \"role\": \"No role\",\n    \"description\": \"\",\n    \"role_description\": \"\",\n    \"value\": null,\n    \"position\": \"\",\n    \"size\": \"\",\n    \"children\": []\n}", "position": "-391.00;-244.00", "size": "679;573", "children": [{"name": null, "role": "No role", "description": "", "role_description": "", "value": null, "position": "", "size": "", "children": []}, {"name": null, "role": "No role", "description": "", "role_description": "", "value": null, "position": "", "size": "", "children": []}, {"name": null, "role": "No role", "description": "", "role_description": "", "value": null, "position": "", "size": "", "children": []}, {"name": null, "role": "AXGroup", "description": "Action Toolbar", "role_description": "group", "value": 0, "position": "-391.00;-244.00", "size": "66;34", "children": [{"name": null, "role": "AXButton", "description": "Expand All", "role_description": "button", "value": null, "position": "-391.00;-244.00", "size": "26;24", "children": []}, {"name": null, "role": "AXButton", "description": "Collapse All", "role_description": "button", "value": null, "position": "-391.00;-244.00", "size": "26;24", "children": []}]}, {"name": null, "role": "AXTextField", "description": "Message text filter", "role_description": "text field", "value": "", "position": "-391.00;-244.00", "size": "240;34", "children": []}, {"name": null, "role": "AXScrollArea", "description": null, "role_description": "scroll area", "value": 0, "position": "-391.00;-244.00", "size": "306;489", "children": [{"name": null, "role": "AXOutline", "description": "tree", "role_description": "outline", "value": 0, "position": "-391.00;-244.00", "size": "304;487", "children": [{"name": null, "role": "AXRow", "description": "not checked", "role_description": "row", "value": 0, "position": "-391.00;-244.00", "size": "117;24", "children": [{"name": null, "role": "AXCheckBox", "description": "", "role_description": "checkbox", "value": 0, "position": "-391.00;-244.00", "size": "24;24", "children": []}, {"name": null, "role": "AXStaticText", "description": "", "role_description": "text", "value": "", "position": "-391.00;-244.00", "size": "260;24", "children": []}]}]}, {"name": null, "role": "AXScrollBar", "description": null, "role_description": "scroll bar", "value": 0, "position": "-391.00;-244.00", "size": "0;0", "children": []}, {"name": null, "role": "AXScrollBar", "description": null, "role_description": "scroll bar", "value": 0, "position": "-391.00;-244.00", "size": "0;0", "children": []}]}, {"name": null, "role": "AXLink", "description": "Rule description", "role_description": "link", "value": null, "position": "-391.00;-244.00", "size": "99;0", "children": []}, {"name": null, "role": "AXImage", "description": null, "role_description": "image", "value": null, "position": "-391.00;-244.00", "size": "16;0", "children": []}, {"name": null, "role": "AXScrollArea", "description": null, "role_description": "scroll area", "value": 0, "position": "-391.00;-244.00", "size": "353;495", "children": [{"name": null, "role": "AXTextField", "description": "text/html", "role_description": "text field", "value": "\nUse the checkbox to toggle all rules in the English (USA) language", "position": "-391.00;-244.00", "size": "353;495", "children": [{"name": null, "role": "AXTextField", "description": "text/html", "role_description": "text field", "value": null, "position": "-391.00;-244.00", "size": "0;0", "children": []}, {"name": null, "role": "AXTextField", "description": "text/html", "role_description": "text field", "value": null, "position": "-391.00;-244.00", "size": "262;17", "children": []}, {"name": null, "role": "AXTextField", "description": "text/html", "role_description": "text field", "value": null, "position": "-391.00;-244.00", "size": "311;34", "children": []}, {"name": null, "role": "AXTextField", "description": "text/html", "role_description": "text field", "value": null, "position": "-391.00;-244.00", "size": "60;17", "children": []}, {"name": null, "role": "AXTextField", "description": "text/html", "role_description": "text field", "value": null, "position": "-391.00;-244.00", "size": "0;17", "children": []}]}, {"name": null, "role": "AXScrollBar", "description": null, "role_description": "scroll bar", "value": 0, "position": "-391.00;-244.00", "size": "0;0", "children": []}, {"name": null, "role": "AXScrollBar", "description": null, "role_description": "scroll bar", "value": 0, "position": "-391.00;-244.00", "size": "0;0", "children": []}]}]}, {"name": null, "role": "AXScrollArea", "description": null, "role_description": "scroll area", "value": 0, "position": "-391.00;-244.00", "size": "677;84", "children": [{"name": null, "role": "AXTable", "description": "table", "role_description": "table", "value": 0, "position": "-391.00;-244.00", "size": "677;84", "children": [{"name": null, "role": "AXRow", "description": "Application-level dictionary [built-in]", "role_description": "row", "value": 0, "position": "-391.00;-244.00", "size": "677;21", "children": [{"name": null, "role": "AXCell", "description": "Application-level dictionary [built-in]", "role_description": "cell", "value": 0, "position": "-391.00;-244.00", "size": "677;21", "children": [{"name": null, "role": "AXStaticText", "description": "Application-level dictionary [built-in]", "role_description": "text", "value": 0, "position": "-391.00;-244.00", "size": "677;21", "children": []}]}]}, {"name": null, "role": "AXRow", "description": "Project-level dictionary [built-in]", "role_description": "row", "value": 0, "position": "-391.00;-244.00", "size": "677;21", "children": [{"name": null, "role": "AXCell", "description": "Project-level dictionary [built-in]", "role_description": "cell", "value": 0, "position": "-391.00;-244.00", "size": "677;21", "children": [{"name": null, "role": "AXStaticText", "description": "Project-level dictionary [built-in]", "role_description": "text", "value": 0, "position": "-391.00;-244.00", "size": "677;21", "children": []}]}]}]}, {"name": null, "role": "AXScrollBar", "description": null, "role_description": "scroll bar", "value": 0, "position": "-391.00;-244.00", "size": "0;0", "children": []}, {"name": null, "role": "AXScrollBar", "description": null, "role_description": "scroll bar", "value": 0, "position": "-391.00;-244.00", "size": "0;0", "children": []}]}, {"name": null, "role": "AXGroup", "description": "Action Toolbar", "role_description": "group", "value": 0, "position": "-391.00;-244.00", "size": "677;24", "children": [{"name": null, "role": "AXButton", "description": "Add custom dictionaries", "role_description": "button", "value": null, "position": "-391.00;-244.00", "size": "26;24", "children": []}, {"name": null, "role": "AXButton", "description": "Remove custom dictionaries", "role_description": "button", "value": null, "position": "-391.00;-244.00", "size": "26;24", "children": []}, {"name": null, "role": "AXButton", "description": "Edit custom dictionary", "role_description": "button", "value": null, "position": "-391.00;-244.00", "size": "26;24", "children": []}]}, {"name": null, "role": "AXCheckBox", "description": "Use single dictionary for saving words:", "role_description": "checkbox", "value": 1, "position": "-391.00;-244.00", "size": "266;25", "children": []}, {"name": null, "role": "AXPopUpButton", "description": null, "role_description": "pop up button", "value": "application-level", "position": "-391.00;-244.00", "size": "287;34", "children": [{"name": null, "role": "AXPopUpButton", "description": null, "role_description": "pop up button", "value": null, "position": "-391.00;-244.00", "size": "0;0", "children": [{"name": null, "role": "AXMenuItem", "description": null, "role_description": "menu item", "value": null, "position": "-391.00;-244.00", "size": "0;0", "children": [{"name": null, "role": "AXList", "description": "list", "role_description": "list", "value": 0, "position": "-391.00;-244.00", "size": "0;0", "children": [{"name": null, "role": "AXRow", "description": "application-level", "role_description": "row", "value": 0, "position": "-391.00;-244.00", "size": "0;24", "children": [{"name": null, "role": "AXStaticText", "description": "application-level", "role_description": "text", "value": 0, "position": "-391.00;-244.00", "size": "0;24", "children": []}]}, {"name": null, "role": "AXRow", "description": "project-level", "role_description": "row", "value": 0, "position": "-391.00;-244.00", "size": "0;24", "children": [{"name": null, "role": "AXStaticText", "description": "project-level", "role_description": "text", "value": 0, "position": "-391.00;-244.00", "size": "0;24", "children": []}]}]}, {"name": null, "role": "AXScrollBar", "description": null, "role_description": "scroll bar", "value": 0, "position": "-391.00;-244.00", "size": "0;0", "children": []}]}]}]}, {"name": null, "role": "AXScrollArea", "description": null, "role_description": "scroll area", "value": 0, "position": "-391.00;-244.00", "size": "677;212", "children": [{"name": null, "role": "AXList", "description": "list", "role_description": "list", "value": 0, "position": "-391.00;-244.00", "size": "677;212", "children": []}, {"name": null, "role": "AXScrollBar", "description": null, "role_description": "scroll bar", "value": 0, "position": "-391.00;-244.00", "size": "0;0", "children": []}, {"name": null, "role": "AXScrollBar", "description": null, "role_description": "scroll bar", "value": 0, "position": "-391.00;-244.00", "size": "0;0", "children": []}]}, {"name": null, "role": "AXGroup", "description": "Action Toolbar", "role_description": "group", "value": 0, "position": "-391.00;-244.00", "size": "677;24", "children": [{"name": null, "role": "AXButton", "description": "Add", "role_description": "button", "value": null, "position": "-391.00;-244.00", "size": "26;24", "children": []}, {"name": null, "role": "AXButton", "description": "Remove", "role_description": "button", "value": null, "position": "-391.00;-244.00", "size": "26;24", "children": []}]}, {"name": null, "role": "AXLink", "description": "Configure 'Spelling' inspection...", "role_description": "link", "value": null, "position": "-391.00;-244.00", "size": "679;38", "children": []}, {"name": null, "role": "AXScrollArea", "description": null, "role_description": "scroll area", "value": 0, "position": "-391.00;-244.00", "size": "711;600", "children": [{"name": null, "role": "AXScrollBar", "description": null, "role_description": "scroll bar", "value": 0, "position": "-391.00;-244.00", "size": "0;0", "children": []}, {"name": null, "role": "AXScrollBar", "description": null, "role_description": "scroll bar", "value": 0, "position": "-391.00;-244.00", "size": "0;0", "children": []}, {"name": null, "role": "AXCheckBox", "description": "Enable Reader mode", "role_description": "checkbox", "value": 1, "position": "-391.00;-244.00", "size": "155;25", "children": []}, {"name": null, "role": "AXTextField", "description": "text/html", "role_description": "text field", "value": "\nAvailable for library and read-only files. Makes the code convenient to read using the options below.", "position": "-391.00;-244.00", "size": "560;30", "children": [{"name": null, "role": "AXTextField", "description": "text/html", "role_description": "text field", "value": null, "position": "-391.00;-244.00", "size": "0;0", "children": []}, {"name": null, "role": "AXTextField", "description": "text/html", "role_description": "text field", "value": null, "position": "-391.00;-244.00", "size": "531;30", "children": []}, {"name": null, "role": "AXTextField", "description": "text/html", "role_description": "text field", "value": null, "position": "-391.00;-244.00", "size": "0;15", "children": []}]}, {"name": null, "role": "AXStaticText", "description": "Show in Reader mode:", "role_description": "text", "value": "Show in Reader mode:", "position": "-391.00;-244.00", "size": "138;17", "children": []}, {"name": null, "role": "AXCheckBox", "description": "Rendered documentation comments", "role_description": "checkbox", "value": 1, "position": "-391.00;-244.00", "size": "252;25", "children": []}, {"name": null, "role": "AXCheckBox", "description": "Error and warning highlighting, inspection widget", "role_description": "checkbox", "value": 0, "position": "-391.00;-244.00", "size": "329;25", "children": []}, {"name": null, "role": "AXCheckBox", "description": "Font ligatures", "role_description": "checkbox", "value": 0, "position": "-391.00;-244.00", "size": "112;25", "children": []}, {"name": null, "role": "AXCheckBox", "description": "Increased line height", "role_description": "checkbox", "value": 0, "position": "-391.00;-244.00", "size": "156;25", "children": []}, {"name": null, "role": "AXTextField", "description": "text/html", "role_description": "text field", "value": "\nIncreased by 1.2", "position": "-391.00;-244.00", "size": "463;15", "children": [{"name": null, "role": "AXTextField", "description": "text/html", "role_description": "text field", "value": null, "position": "-391.00;-244.00", "size": "0;0", "children": []}, {"name": null, "role": "AXTextField", "description": "text/html", "role_description": "text field", "value": null, "position": "-391.00;-244.00", "size": "93;15", "children": []}, {"name": null, "role": "AXTextField", "description": "text/html", "role_description": "text field", "value": null, "position": "-391.00;-244.00", "size": "0;15", "children": []}]}, {"name": null, "role": "AXCheckBox", "description": "Code vision hints for usages, inheritors, and related problems", "role_description": "checkbox", "value": 1, "position": "-391.00;-244.00", "size": "0;0", "children": []}, {"name": null, "role": "AXCheckBox", "description": "Format code according to preferred style", "role_description": "checkbox", "value": 1, "position": "-391.00;-244.00", "size": "281;25", "children": []}, {"name": null, "role": "AXRadioButton", "description": "Use active scheme: Default", "role_description": "radio button", "value": 1, "position": "-391.00;-244.00", "size": "196;25", "children": []}, {"name": null, "role": "AXRadioButton", "description": "Choose scheme:", "role_description": "radio button", "value": 0, "position": "-391.00;-244.00", "size": "130;25", "children": []}, {"name": null, "role": "AXPopUpButton", "description": null, "role_description": "pop up button", "value": "Default", "position": "-391.00;-244.00", "size": "153;34", "children": [{"name": null, "role": "AXPopUpButton", "description": null, "role_description": "pop up button", "value": null, "position": "-391.00;-244.00", "size": "0;0", "children": []}]}]}, {"name": null, "role": "AXTextField", "description": "text/html", "role_description": "text field", "value": "\nUse this page to add TextMate bundles for languages that do not have first-class support in PyCharm.", "position": "-391.00;-244.00", "size": "679;17", "children": [{"name": null, "role": "AXTextField", "description": "text/html", "role_description": "text field", "value": null, "position": "-391.00;-244.00", "size": "0;0", "children": []}, {"name": null, "role": "AXTextField", "description": "text/html", "role_description": "text field", "value": null, "position": "-391.00;-244.00", "size": "629;17", "children": []}, {"name": null, "role": "AXTextField", "description": "text/html", "role_description": "text field", "value": null, "position": "-391.00;-244.00", "size": "0;17", "children": []}]}, {"name": null, "role": "AXScrollArea", "description": null, "role_description": "scroll area", "value": 0, "position": "-391.00;-244.00", "size": "677;517", "children": [{"name": null, "role": "AXScrollBar", "description": null, "role_description": "scroll bar", "value": 0, "position": "-391.00;-244.00", "size": "14;517", "children": []}, {"name": null, "role": "AXScrollBar", "description": null, "role_description": "scroll bar", "value": 0, "position": "-391.00;-244.00", "size": "0;0", "children": []}, {"name": null, "role": "AXList", "description": "list", "role_description": "list", "value": 0, "position": "-391.00;-244.00", "size": "677;1620", "children": [{"name": null, "role": "AXRow", "description": null, "role_description": "row", "value": 0, "position": "-391.00;-244.00", "size": "677;26", "children": [{"name": null, "role": "JavaAxIgnore", "description": null, "role_description": "JavaAxIgnore", "value": 0, "position": "-391.00;-244.00", "size": "677;26", "children": [{"name": null, "role": "AXCheckBox", "description": "adoc", "role_description": "checkbox", "value": 1, "position": "-391.00;-244.00", "size": "58;24", "children": []}, {"name": null, "role": "AXStaticText", "description": "Built-in", "role_description": "text", "value": "Built-in", "position": "-391.00;-244.00", "size": "0;0", "children": []}]}]}, {"name": null, "role": "AXRow", "description": null, "role_description": "row", "value": 0, "position": "-391.00;-244.00", "size": "677;26", "children": [{"name": null, "role": "JavaAxIgnore", "description": null, "role_description": "JavaAxIgnore", "value": 0, "position": "-391.00;-244.00", "size": "677;26", "children": [{"name": null, "role": "AXCheckBox", "description": "bat", "role_description": "checkbox", "value": 1, "position": "-391.00;-244.00", "size": "48;24", "children": []}, {"name": null, "role": "AXStaticText", "description": "Built-in", "role_description": "text", "value": "Built-in", "position": "-391.00;-244.00", "size": "0;0", "children": []}]}]}, {"name": null, "role": "AXRow", "description": null, "role_description": "row", "value": 0, "position": "-391.00;-244.00", "size": "677;26", "children": [{"name": null, "role": "JavaAxIgnore", "description": null, "role_description": "JavaAxIgnore", "value": 0, "position": "-391.00;-244.00", "size": "677;26", "children": [{"name": null, "role": "AXCheckBox", "description": "bicep", "role_description": "checkbox", "value": 1, "position": "-391.00;-244.00", "size": "62;24", "children": []}, {"name": null, "role": "AXStaticText", "description": "Built-in", "role_description": "text", "value": "Built-in", "position": "-391.00;-244.00", "size": "0;0", "children": []}]}]}, {"name": null, "role": "AXRow", "description": null, "role_description": "row", "value": 0, "position": "-391.00;-244.00", "size": "677;26", "children": [{"name": null, "role": "JavaAxIgnore", "description": null, "role_description": "JavaAxIgnore", "value": 0, "position": "-391.00;-244.00", "size": "677;26", "children": [{"name": null, "role": "AXCheckBox", "description": "bicepparam", "role_description": "checkbox", "value": 1, "position": "-391.00;-244.00", "size": "101;24", "children": []}, {"name": null, "role": "AXStaticText", "description": "Built-in", "role_description": "text", "value": "Built-in", "position": "-391.00;-244.00", "size": "0;0", "children": []}]}]}, {"name": null, "role": "AXRow", "description": null, "role_description": "row", "value": 0, "position": "-391.00;-244.00", "size": "677;26", "children": [{"name": null, "role": "JavaAxIgnore", "description": null, "role_description": "JavaAxIgnore", "value": 0, "position": "-391.00;-244.00", "size": "677;26", "children": [{"name": null, "role": "AXCheckBox", "description": "clojure", "role_description": "checkbox", "value": 1, "position": "-391.00;-244.00", "size": "69;24", "children": []}, {"name": null, "role": "AXStaticText", "description": "Built-in", "role_description": "text", "value": "Built-in", "position": "-391.00;-244.00", "size": "0;0", "children": []}]}]}, {"name": null, "role": "AXRow", "description": null, "role_description": "row", "value": 0, "position": "-391.00;-244.00", "size": "677;26", "children": [{"name": null, "role": "JavaAxIgnore", "description": null, "role_description": "JavaAxIgnore", "value": 0, "position": "-391.00;-244.00", "size": "677;26", "children": [{"name": null, "role": "AXCheckBox", "description": "cmake", "role_description": "checkbox", "value": 1, "position": "-391.00;-244.00", "size": "69;24", "children": []}, {"name": null, "role": "AXStaticText", "description": "Built-in", "role_description": "text", "value": "Built-in", "position": "-391.00;-244.00", "size": "0;0", "children": []}]}]}, {"name": null, "role": "AXRow", "description": null, "role_description": "row", "value": 0, "position": "-391.00;-244.00", "size": "677;26", "children": [{"name": null, "role": "JavaAxIgnore", "description": null, "role_description": "JavaAxIgnore", "value": 0, "position": "-391.00;-244.00", "size": "677;26", "children": [{"name": null, "role": "AXCheckBox", "description": "coffeescript", "role_description": "checkbox", "value": 1, "position": "-391.00;-244.00", "size": "102;24", "children": []}, {"name": null, "role": "AXStaticText", "description": "Built-in", "role_description": "text", "value": "Built-in", "position": "-391.00;-244.00", "size": "0;0", "children": []}]}]}, {"name": null, "role": "AXRow", "description": null, "role_description": "row", "value": 0, "position": "-391.00;-244.00", "size": "677;26", "children": [{"name": null, "role": "JavaAxIgnore", "description": null, "role_description": "JavaAxIgnore", "value": 0, "position": "-391.00;-244.00", "size": "677;26", "children": [{"name": null, "role": "AXCheckBox", "description": "cpp", "role_description": "checkbox", "value": 1, "position": "-391.00;-244.00", "size": "51;24", "children": []}, {"name": null, "role": "AXStaticText", "description": "Built-in", "role_description": "text", "value": "Built-in", "position": "-391.00;-244.00", "size": "0;0", "children": []}]}]}, {"name": null, "role": "AXRow", "description": null, "role_description": "row", "value": 0, "position": "-391.00;-244.00", "size": "677;26", "children": [{"name": null, "role": "JavaAxIgnore", "description": null, "role_description": "JavaAxIgnore", "value": 0, "position": "-391.00;-244.00", "size": "677;26", "children": [{"name": null, "role": "AXCheckBox", "description": "csharp", "role_description": "checkbox", "value": 1, "position": "-391.00;-244.00", "size": "70;24", "children": []}, {"name": null, "role": "AXStaticText", "description": "Built-in", "role_description": "text", "value": "Built-in", "position": "-391.00;-244.00", "size": "0;0", "children": []}]}]}, {"name": null, "role": "AXRow", "description": null, "role_description": "row", "value": 0, "position": "-391.00;-244.00", "size": "677;26", "children": [{"name": null, "role": "JavaAxIgnore", "description": null, "role_description": "JavaAxIgnore", "value": 0, "position": "-391.00;-244.00", "size": "677;26", "children": [{"name": null, "role": "AXCheckBox", "description": "css", "role_description": "checkbox", "value": 1, "position": "-391.00;-244.00", "size": "49;24", "children": []}, {"name": null, "role": "AXStaticText", "description": "Built-in", "role_description": "text", "value": "Built-in", "position": "-391.00;-244.00", "size": "0;0", "children": []}]}]}, {"name": null, "role": "AXRow", "description": null, "role_description": "row", "value": 0, "position": "-391.00;-244.00", "size": "677;26", "children": [{"name": null, "role": "JavaAxIgnore", "description": null, "role_description": "JavaAxIgnore", "value": 0, "position": "-391.00;-244.00", "size": "677;26", "children": [{"name": null, "role": "AXCheckBox", "description": "dart", "role_description": "checkbox", "value": 1, "position": "-391.00;-244.00", "size": "53;24", "children": []}, {"name": null, "role": "AXStaticText", "description": "Built-in", "role_description": "text", "value": "Built-in", "position": "-391.00;-244.00", "size": "0;0", "children": []}]}]}, {"name": null, "role": "AXRow", "description": null, "role_description": "row", "value": 0, "position": "-391.00;-244.00", "size": "677;26", "children": [{"name": null, "role": "JavaAxIgnore", "description": null, "role_description": "JavaAxIgnore", "value": 0, "position": "-391.00;-244.00", "size": "677;26", "children": [{"name": null, "role": "AXCheckBox", "description": "diff", "role_description": "checkbox", "value": 1, "position": "-391.00;-244.00", "size": "49;24", "children": []}, {"name": null, "role": "AXStaticText", "description": "Built-in", "role_description": "text", "value": "Built-in", "position": "-391.00;-244.00", "size": "0;0", "children": []}]}]}, {"name": null, "role": "AXRow", "description": null, "role_description": "row", "value": 0, "position": "-391.00;-244.00", "size": "677;26", "children": [{"name": null, "role": "JavaAxIgnore", "description": null, "role_description": "JavaAxIgnore", "value": 0, "position": "-391.00;-244.00", "size": "677;26", "children": [{"name": null, "role": "AXCheckBox", "description": "docker", "role_description": "checkbox", "value": 1, "position": "-391.00;-244.00", "size": "71;24", "children": []}, {"name": null, "role": "AXStaticText", "description": "Built-in", "role_description": "text", "value": "Built-in", "position": "-391.00;-244.00", "size": "0;0", "children": []}]}]}, {"name": null, "role": "AXRow", "description": null, "role_description": "row", "value": 0, "position": "-391.00;-244.00", "size": "677;26", "children": [{"name": null, "role": "JavaAxIgnore", "description": null, "role_description": "JavaAxIgnore", "value": 0, "position": "-391.00;-244.00", "size": "677;26", "children": [{"name": null, "role": "AXCheckBox", "description": "erlang", "role_description": "checkbox", "value": 1, "position": "-391.00;-244.00", "size": "66;24", "children": []}, {"name": null, "role": "AXStaticText", "description": "Built-in", "role_description": "text", "value": "Built-in", "position": "-391.00;-244.00", "size": "0;0", "children": []}]}]}, {"name": null, "role": "AXRow", "description": null, "role_description": "row", "value": 0, "position": "-391.00;-244.00", "size": "677;26", "children": [{"name": null, "role": "JavaAxIgnore", "description": null, "role_description": "JavaAxIgnore", "value": 0, "position": "-391.00;-244.00", "size": "677;26", "children": [{"name": null, "role": "AXCheckBox", "description": "fsharp", "role_description": "checkbox", "value": 1, "position": "-391.00;-244.00", "size": "67;24", "children": []}, {"name": null, "role": "AXStaticText", "description": "Built-in", "role_description": "text", "value": "Built-in", "position": "-391.00;-244.00", "size": "0;0", "children": []}]}]}, {"name": null, "role": "AXRow", "description": null, "role_description": "row", "value": 0, "position": "-391.00;-244.00", "size": "677;26", "children": [{"name": null, "role": "JavaAxIgnore", "description": null, "role_description": "JavaAxIgnore", "value": 0, "position": "-391.00;-244.00", "size": "677;26", "children": [{"name": null, "role": "AXCheckBox", "description": "git-base", "role_description": "checkbox", "value": 1, "position": "-391.00;-244.00", "size": "79;24", "children": []}, {"name": null, "role": "AXStaticText", "description": "Built-in", "role_description": "text", "value": "Built-in", "position": "-391.00;-244.00", "size": "0;0", "children": []}]}]}, {"name": null, "role": "AXRow", "description": null, "role_description": "row", "value": 0, "position": "-391.00;-244.00", "size": "677;26", "children": [{"name": null, "role": "JavaAxIgnore", "description": null, "role_description": "JavaAxIgnore", "value": 0, "position": "-391.00;-244.00", "size": "677;26", "children": [{"name": null, "role": "AXCheckBox", "description": "go", "role_description": "checkbox", "value": 1, "position": "-391.00;-244.00", "size": "44;24", "children": []}, {"name": null, "role": "AXStaticText", "description": "Built-in", "role_description": "text", "value": "Built-in", "position": "-391.00;-244.00", "size": "0;0", "children": []}]}]}, {"name": null, "role": "AXRow", "description": null, "role_description": "row", "value": 0, "position": "-391.00;-244.00", "size": "677;26", "children": [{"name": null, "role": "JavaAxIgnore", "description": null, "role_description": "JavaAxIgnore", "value": 0, "position": "-391.00;-244.00", "size": "677;26", "children": [{"name": null, "role": "AXCheckBox", "description": "groovy", "role_description": "checkbox", "value": 1, "position": "-391.00;-244.00", "size": "71;24", "children": []}, {"name": null, "role": "AXStaticText", "description": "Built-in", "role_description": "text", "value": "Built-in", "position": "-391.00;-244.00", "size": "0;0", "children": []}]}]}, {"name": null, "role": "AXRow", "description": null, "role_description": "row", "value": 0, "position": "-391.00;-244.00", "size": "677;26", "children": [{"name": null, "role": "JavaAxIgnore", "description": null, "role_description": "JavaAxIgnore", "value": 0, "position": "-391.00;-244.00", "size": "677;26", "children": [{"name": null, "role": "AXCheckBox", "description": "handlebars", "role_description": "checkbox", "value": 1, "position": "-391.00;-244.00", "size": "96;24", "children": []}, {"name": null, "role": "AXStaticText", "description": "Built-in", "role_description": "text", "value": "Built-in", "position": "-391.00;-244.00", "size": "0;0", "children": []}]}]}, {"name": null, "role": "AXRow", "description": null, "role_description": "row", "value": 0, "position": "-391.00;-244.00", "size": "677;26", "children": [{"name": null, "role": "JavaAxIgnore", "description": null, "role_description": "JavaAxIgnore", "value": 0, "position": "-391.00;-244.00", "size": "677;26", "children": [{"name": null, "role": "AXCheckBox", "description": "hcl", "role_description": "checkbox", "value": 1, "position": "-391.00;-244.00", "size": "46;24", "children": []}, {"name": null, "role": "AXStaticText", "description": "Built-in", "role_description": "text", "value": "Built-in", "position": "-391.00;-244.00", "size": "0;0", "children": []}]}]}, {"name": null, "role": "AXRow", "description": null, "role_description": "row", "value": 0, "position": "-391.00;-244.00", "size": "677;26", "children": [{"name": null, "role": "JavaAxIgnore", "description": null, "role_description": "JavaAxIgnore", "value": 0, "position": "-391.00;-244.00", "size": "677;26", "children": [{"name": null, "role": "AXCheckBox", "description": "hlsl", "role_description": "checkbox", "value": 1, "position": "-391.00;-244.00", "size": "49;-2", "children": []}, {"name": null, "role": "AXStaticText", "description": "Built-in", "role_description": "text", "value": "Built-in", "position": "-391.00;-244.00", "size": "0;0", "children": []}]}]}, {"name": null, "role": "AXRow", "description": null, "role_description": "row", "value": 0, "position": "-391.00;-244.00", "size": "677;26", "children": [{"name": null, "role": "JavaAxIgnore", "description": null, "role_description": "JavaAxIgnore", "value": 0, "position": "-391.00;-244.00", "size": "677;26", "children": [{"name": null, "role": "AXCheckBox", "description": "html", "role_description": "checkbox", "value": 1, "position": "-391.00;-244.00", "size": "55;-2", "children": []}, {"name": null, "role": "AXStaticText", "description": "Built-in", "role_description": "text", "value": "Built-in", "position": "-391.00;-244.00", "size": "0;0", "children": []}]}]}, {"name": null, "role": "AXRow", "description": null, "role_description": "row", "value": 0, "position": "-391.00;-244.00", "size": "677;26", "children": [{"name": null, "role": "JavaAxIgnore", "description": null, "role_description": "JavaAxIgnore", "value": 0, "position": "-391.00;-244.00", "size": "677;26", "children": [{"name": null, "role": "AXCheckBox", "description": "ini", "role_description": "checkbox", "value": 1, "position": "-391.00;-244.00", "size": "42;-2", "children": []}, {"name": null, "role": "AXStaticText", "description": "Built-in", "role_description": "text", "value": "Built-in", "position": "-391.00;-244.00", "size": "0;0", "children": []}]}]}, {"name": null, "role": "AXRow", "description": null, "role_description": "row", "value": 0, "position": "-391.00;-244.00", "size": "677;26", "children": [{"name": null, "role": "JavaAxIgnore", "description": null, "role_description": "JavaAxIgnore", "value": 0, "position": "-391.00;-244.00", "size": "677;26", "children": [{"name": null, "role": "AXCheckBox", "description": "java", "role_description": "checkbox", "value": 1, "position": "-391.00;-244.00", "size": "53;-2", "children": []}, {"name": null, "role": "AXStaticText", "description": "Built-in", "role_description": "text", "value": "Built-in", "position": "-391.00;-244.00", "size": "0;0", "children": []}]}]}, {"name": null, "role": "AXRow", "description": null, "role_description": "row", "value": 0, "position": "-391.00;-244.00", "size": "677;26", "children": [{"name": null, "role": "JavaAxIgnore", "description": null, "role_description": "JavaAxIgnore", "value": 0, "position": "-391.00;-244.00", "size": "677;26", "children": [{"name": null, "role": "AXCheckBox", "description": "javascript", "role_description": "checkbox", "value": 1, "position": "-391.00;-244.00", "size": "88;-2", "children": []}, {"name": null, "role": "AXStaticText", "description": "Built-in", "role_description": "text", "value": "Built-in", "position": "-391.00;-244.00", "size": "0;0", "children": []}]}]}, {"name": null, "role": "AXRow", "description": null, "role_description": "row", "value": 0, "position": "-391.00;-244.00", "size": "677;26", "children": [{"name": null, "role": "JavaAxIgnore", "description": null, "role_description": "JavaAxIgnore", "value": 0, "position": "-391.00;-244.00", "size": "677;26", "children": [{"name": null, "role": "AXCheckBox", "description": "json", "role_description": "checkbox", "value": 1, "position": "-391.00;-244.00", "size": "53;-2", "children": []}, {"name": null, "role": "AXStaticText", "description": "Built-in", "role_description": "text", "value": "Built-in", "position": "-391.00;-244.00", "size": "0;0", "children": []}]}]}, {"name": null, "role": "AXRow", "description": null, "role_description": "row", "value": 0, "position": "-391.00;-244.00", "size": "677;26", "children": [{"name": null, "role": "JavaAxIgnore", "description": null, "role_description": "JavaAxIgnore", "value": 0, "position": "-391.00;-244.00", "size": "677;26", "children": [{"name": null, "role": "AXCheckBox", "description": "jsp", "role_description": "checkbox", "value": 1, "position": "-391.00;-244.00", "size": "46;-2", "children": []}, {"name": null, "role": "AXStaticText", "description": "Built-in", "role_description": "text", "value": "Built-in", "position": "-391.00;-244.00", "size": "0;0", "children": []}]}]}, {"name": null, "role": "AXRow", "description": null, "role_description": "row", "value": 0, "position": "-391.00;-244.00", "size": "677;26", "children": [{"name": null, "role": "JavaAxIgnore", "description": null, "role_description": "JavaAxIgnore", "value": 0, "position": "-391.00;-244.00", "size": "677;26", "children": [{"name": null, "role": "AXCheckBox", "description": "julia", "role_description": "checkbox", "value": 1, "position": "-391.00;-244.00", "size": "52;-2", "children": []}, {"name": null, "role": "AXStaticText", "description": "Built-in", "role_description": "text", "value": "Built-in", "position": "-391.00;-244.00", "size": "0;0", "children": []}]}]}, {"name": null, "role": "AXRow", "description": null, "role_description": "row", "value": 0, "position": "-391.00;-244.00", "size": "677;26", "children": [{"name": null, "role": "JavaAxIgnore", "description": null, "role_description": "JavaAxIgnore", "value": 0, "position": "-391.00;-244.00", "size": "677;26", "children": [{"name": null, "role": "AXCheckBox", "description": "kconfig", "role_description": "checkbox", "value": 1, "position": "-391.00;-244.00", "size": "73;-2", "children": []}, {"name": null, "role": "AXStaticText", "description": "Built-in", "role_description": "text", "value": "Built-in", "position": "-391.00;-244.00", "size": "0;0", "children": []}]}]}, {"name": null, "role": "AXRow", "description": null, "role_description": "row", "value": 0, "position": "-391.00;-244.00", "size": "677;26", "children": [{"name": null, "role": "JavaAxIgnore", "description": null, "role_description": "JavaAxIgnore", "value": 0, "position": "-391.00;-244.00", "size": "677;26", "children": [{"name": null, "role": "AXCheckBox", "description": "kotlin", "role_description": "checkbox", "value": 1, "position": "-391.00;-244.00", "size": "61;-2", "children": []}, {"name": null, "role": "AXStaticText", "description": "Built-in", "role_description": "text", "value": "Built-in", "position": "-391.00;-244.00", "size": "0;0", "children": []}]}]}, {"name": null, "role": "AXRow", "description": null, "role_description": "row", "value": 0, "position": "-391.00;-244.00", "size": "677;26", "children": [{"name": null, "role": "JavaAxIgnore", "description": null, "role_description": "JavaAxIgnore", "value": 0, "position": "-391.00;-244.00", "size": "677;26", "children": [{"name": null, "role": "AXCheckBox", "description": "latex", "role_description": "checkbox", "value": 1, "position": "-391.00;-244.00", "size": "58;-2", "children": []}, {"name": null, "role": "AXStaticText", "description": "Built-in", "role_description": "text", "value": "Built-in", "position": "-391.00;-244.00", "size": "0;0", "children": []}]}]}, {"name": null, "role": "AXRow", "description": null, "role_description": "row", "value": 0, "position": "-391.00;-244.00", "size": "677;26", "children": [{"name": null, "role": "JavaAxIgnore", "description": null, "role_description": "JavaAxIgnore", "value": 0, "position": "-391.00;-244.00", "size": "677;26", "children": [{"name": null, "role": "AXCheckBox", "description": "less", "role_description": "checkbox", "value": 1, "position": "-391.00;-244.00", "size": "52;-2", "children": []}, {"name": null, "role": "AXStaticText", "description": "Built-in", "role_description": "text", "value": "Built-in", "position": "-391.00;-244.00", "size": "0;0", "children": []}]}]}, {"name": null, "role": "AXRow", "description": null, "role_description": "row", "value": 0, "position": "-391.00;-244.00", "size": "677;26", "children": [{"name": null, "role": "JavaAxIgnore", "description": null, "role_description": "JavaAxIgnore", "value": 0, "position": "-391.00;-244.00", "size": "677;26", "children": [{"name": null, "role": "AXCheckBox", "description": "log", "role_description": "checkbox", "value": 1, "position": "-391.00;-244.00", "size": "47;-2", "children": []}, {"name": null, "role": "AXStaticText", "description": "Built-in", "role_description": "text", "value": "Built-in", "position": "-391.00;-244.00", "size": "0;0", "children": []}]}]}, {"name": null, "role": "AXRow", "description": null, "role_description": "row", "value": 0, "position": "-391.00;-244.00", "size": "677;26", "children": [{"name": null, "role": "JavaAxIgnore", "description": null, "role_description": "JavaAxIgnore", "value": 0, "position": "-391.00;-244.00", "size": "677;26", "children": [{"name": null, "role": "AXCheckBox", "description": "lua", "role_description": "checkbox", "value": 1, "position": "-391.00;-244.00", "size": "46;-2", "children": []}, {"name": null, "role": "AXStaticText", "description": "Built-in", "role_description": "text", "value": "Built-in", "position": "-391.00;-244.00", "size": "0;0", "children": []}]}]}, {"name": null, "role": "AXRow", "description": null, "role_description": "row", "value": 0, "position": "-391.00;-244.00", "size": "677;26", "children": [{"name": null, "role": "JavaAxIgnore", "description": null, "role_description": "JavaAxIgnore", "value": 0, "position": "-391.00;-244.00", "size": "677;26", "children": [{"name": null, "role": "AXCheckBox", "description": "make", "role_description": "checkbox", "value": 1, "position": "-391.00;-244.00", "size": "61;-2", "children": []}, {"name": null, "role": "AXStaticText", "description": "Built-in", "role_description": "text", "value": "Built-in", "position": "-391.00;-244.00", "size": "0;0", "children": []}]}]}, {"name": null, "role": "AXRow", "description": null, "role_description": "row", "value": 0, "position": "-391.00;-244.00", "size": "677;26", "children": [{"name": null, "role": "JavaAxIgnore", "description": null, "role_description": "JavaAxIgnore", "value": 0, "position": "-391.00;-244.00", "size": "677;26", "children": [{"name": null, "role": "AXCheckBox", "description": "markdown-basics", "role_description": "checkbox", "value": 1, "position": "-391.00;-244.00", "size": "138;-2", "children": []}, {"name": null, "role": "AXStaticText", "description": "Built-in", "role_description": "text", "value": "Built-in", "position": "-391.00;-244.00", "size": "0;0", "children": []}]}]}, {"name": null, "role": "AXRow", "description": null, "role_description": "row", "value": 0, "position": "-391.00;-244.00", "size": "677;26", "children": [{"name": null, "role": "JavaAxIgnore", "description": null, "role_description": "JavaAxIgnore", "value": 0, "position": "-391.00;-244.00", "size": "677;26", "children": [{"name": null, "role": "AXCheckBox", "description": "markdown-math", "role_description": "checkbox", "value": 1, "position": "-391.00;-244.00", "size": "130;-2", "children": []}, {"name": null, "role": "AXStaticText", "description": "Built-in", "role_description": "text", "value": "Built-in", "position": "-391.00;-244.00", "size": "0;0", "children": []}]}]}, {"name": null, "role": "AXRow", "description": null, "role_description": "row", "value": 0, "position": "-391.00;-244.00", "size": "677;26", "children": [{"name": null, "role": "JavaAxIgnore", "description": null, "role_description": "JavaAxIgnore", "value": 0, "position": "-391.00;-244.00", "size": "677;26", "children": [{"name": null, "role": "AXCheckBox", "description": "mdx", "role_description": "checkbox", "value": 1, "position": "-391.00;-244.00", "size": "54;-2", "children": []}, {"name": null, "role": "AXStaticText", "description": "Built-in", "role_description": "text", "value": "Built-in", "position": "-391.00;-244.00", "size": "0;0", "children": []}]}]}, {"name": null, "role": "AXRow", "description": null, "role_description": "row", "value": 0, "position": "-391.00;-244.00", "size": "677;26", "children": [{"name": null, "role": "JavaAxIgnore", "description": null, "role_description": "JavaAxIgnore", "value": 0, "position": "-391.00;-244.00", "size": "677;26", "children": [{"name": null, "role": "AXCheckBox", "description": "objective-c", "role_description": "checkbox", "value": 1, "position": "-391.00;-244.00", "size": "98;-2", "children": []}, {"name": null, "role": "AXStaticText", "description": "Built-in", "role_description": "text", "value": "Built-in", "position": "-391.00;-244.00", "size": "0;0", "children": []}]}]}, {"name": null, "role": "AXRow", "description": null, "role_description": "row", "value": 0, "position": "-391.00;-244.00", "size": "677;26", "children": [{"name": null, "role": "JavaAxIgnore", "description": null, "role_description": "JavaAxIgnore", "value": 0, "position": "-391.00;-244.00", "size": "677;26", "children": [{"name": null, "role": "AXCheckBox", "description": "perl", "role_description": "checkbox", "value": 1, "position": "-391.00;-244.00", "size": "51;-2", "children": []}, {"name": null, "role": "AXStaticText", "description": "Built-in", "role_description": "text", "value": "Built-in", "position": "-391.00;-244.00", "size": "0;0", "children": []}]}]}, {"name": null, "role": "AXRow", "description": null, "role_description": "row", "value": 0, "position": "-391.00;-244.00", "size": "677;26", "children": [{"name": null, "role": "JavaAxIgnore", "description": null, "role_description": "JavaAxIgnore", "value": 0, "position": "-391.00;-244.00", "size": "677;26", "children": [{"name": null, "role": "AXCheckBox", "description": "php", "role_description": "checkbox", "value": 1, "position": "-391.00;-244.00", "size": "52;-2", "children": []}, {"name": null, "role": "AXStaticText", "description": "Built-in", "role_description": "text", "value": "Built-in", "position": "-391.00;-244.00", "size": "0;0", "children": []}]}]}, {"name": null, "role": "AXRow", "description": null, "role_description": "row", "value": 0, "position": "-391.00;-244.00", "size": "677;26", "children": [{"name": null, "role": "JavaAxIgnore", "description": null, "role_description": "JavaAxIgnore", "value": 0, "position": "-391.00;-244.00", "size": "677;26", "children": [{"name": null, "role": "AXCheckBox", "description": "powershell", "role_description": "checkbox", "value": 1, "position": "-391.00;-244.00", "size": "95;-2", "children": []}, {"name": null, "role": "AXStaticText", "description": "Built-in", "role_description": "text", "value": "Built-in", "position": "-391.00;-244.00", "size": "0;0", "children": []}]}]}, {"name": null, "role": "AXRow", "description": null, "role_description": "row", "value": 0, "position": "-391.00;-244.00", "size": "677;26", "children": [{"name": null, "role": "JavaAxIgnore", "description": null, "role_description": "JavaAxIgnore", "value": 0, "position": "-391.00;-244.00", "size": "677;26", "children": [{"name": null, "role": "AXCheckBox", "description": "pug", "role_description": "checkbox", "value": 1, "position": "-391.00;-244.00", "size": "51;-2", "children": []}, {"name": null, "role": "AXStaticText", "description": "Built-in", "role_description": "text", "value": "Built-in", "position": "-391.00;-244.00", "size": "0;0", "children": []}]}]}, {"name": null, "role": "No role", "description": "", "role_description": "", "value": null, "position": "", "size": "", "children": []}, {"name": null, "role": "No role", "description": "", "role_description": "", "value": null, "position": "", "size": "", "children": []}, {"name": null, "role": "No role", "description": "", "role_description": "", "value": null, "position": "", "size": "", "children": []}, {"name": null, "role": "No role", "description": "", "role_description": "", "value": null, "position": "", "size": "", "children": []}, {"name": null, "role": "No role", "description": "", "role_description": "", "value": null, "position": "", "size": "", "children": []}, {"name": null, "role": "No role", "description": "", "role_description": "", "value": null, "position": "", "size": "", "children": []}, {"name": null, "role": "No role", "description": "", "role_description": "", "value": null, "position": "", "size": "", "children": []}, {"name": null, "role": "No role", "description": "", "role_description": "", "value": null, "position": "", "size": "", "children": []}, {"name": null, "role": "No role", "description": "", "role_description": "", "value": null, "position": "", "size": "", "children": []}, {"name": null, "role": "No role", "description": "", "role_description": "", "value": null, "position": "", "size": "", "children": []}, {"name": null, "role": "No role", "description": "", "role_description": "", "value": null, "position": "", "size": "", "children": []}, {"name": null, "role": "No role", "description": "", "role_description": "", "value": null, "position": "", "size": "", "children": []}, {"name": null, "role": "No role", "description": "", "role_description": "", "value": null, "position": "", "size": "", "children": []}, {"name": null, "role": "No role", "description": "", "role_description": "", "value": null, "position": "", "size": "", "children": []}, {"name": null, "role": "No role", "description": "", "role_description": "", "value": null, "position": "", "size": "", "children": []}, {"name": null, "role": "No role", "description": "", "role_description": "", "value": null, "position": "", "size": "", "children": []}, {"name": null, "role": "No role", "description": "", "role_description": "", "value": null, "position": "", "size": "", "children": []}, {"name": null, "role": "No role", "description": "", "role_description": "", "value": null, "position": "", "size": "", "children": []}, {"name": null, "role": "No role", "description": "", "role_description": "", "value": null, "position": "", "size": "", "children": []}]}]}, {"name": null, "role": "AXGroup", "description": "Action Toolbar", "role_description": "group", "value": 0, "position": "-391.00;-244.00", "size": "677;24", "children": [{"name": null, "role": "AXButton", "description": "Add", "role_description": "button", "value": null, "position": "-391.00;-244.00", "size": "26;24", "children": []}, {"name": null, "role": "AXButton", "description": "Remove", "role_description": "button", "value": null, "position": "-391.00;-244.00", "size": "26;24", "children": []}]}, {"name": null, "role": "AXCheckBox", "description": "Treat indented text on the following lines as part of the same TODO", "role_description": "checkbox", "value": 1, "position": "-391.00;-244.00", "size": "679;25", "children": []}, {"name": null, "role": "AXScrollArea", "description": null, "role_description": "scroll area", "value": 0, "position": "-391.00;-244.00", "size": "677;227", "children": [{"name": null, "role": "AXTable", "description": "table", "role_description": "table", "value": 0, "position": "-391.00;-244.00", "size": "677;202", "children": [{"name": null, "role": "AXRow", "description": null, "role_description": "row", "value": 0, "position": "-391.00;-244.00", "size": "677;28", "children": [{"name": null, "role": "AXCell", "description": null, "role_description": "cell", "value": 0, "position": "-391.00;-244.00", "size": "42;28", "children": [{"name": null, "role": "AXImage", "description": null, "role_description": "image", "value": 0, "position": "-391.00;-244.00", "size": "42;28", "children": []}]}, {"name": null, "role": "AXCell", "description": null, "role_description": "cell", "value": 0, "position": "-391.00;-244.00", "size": "111;28", "children": [{"name": null, "role": "AXCheckBox", "description": null, "role_description": "checkbox", "value": 0, "position": "-391.00;-244.00", "size": "111;28", "children": []}]}, {"name": null, "role": "AXCell", "description": "\\btodo\\b.*", "role_description": "cell", "value": 0, "position": "-391.00;-244.00", "size": "524;28", "children": [{"name": null, "role": "AXStaticText", "description": "\\btodo\\b.*", "role_description": "text", "value": 0, "position": "-391.00;-244.00", "size": "524;28", "children": []}]}]}, {"name": null, "role": "AXRow", "description": null, "role_description": "row", "value": 0, "position": "-391.00;-244.00", "size": "677;28", "children": [{"name": null, "role": "AXCell", "description": null, "role_description": "cell", "value": 0, "position": "-391.00;-244.00", "size": "42;28", "children": [{"name": null, "role": "AXImage", "description": null, "role_description": "image", "value": 0, "position": "-391.00;-244.00", "size": "42;28", "children": []}]}, {"name": null, "role": "AXCell", "description": null, "role_description": "cell", "value": 0, "position": "-391.00;-244.00", "size": "111;28", "children": [{"name": null, "role": "AXCheckBox", "description": null, "role_description": "checkbox", "value": 0, "position": "-391.00;-244.00", "size": "111;28", "children": []}]}, {"name": null, "role": "AXCell", "description": "\\bfixme\\b.*", "role_description": "cell", "value": 0, "position": "-391.00;-244.00", "size": "524;28", "children": [{"name": null, "role": "AXStaticText", "description": "\\bfixme\\b.*", "role_description": "text", "value": 0, "position": "-391.00;-244.00", "size": "524;28", "children": []}]}]}]}, {"name": null, "role": "AXScrollBar", "description": null, "role_description": "scroll bar", "value": 0, "position": "-391.00;-244.00", "size": "0;0", "children": []}, {"name": null, "role": "AXScrollBar", "description": null, "role_description": "scroll bar", "value": 0, "position": "-391.00;-244.00", "size": "0;0", "children": []}, {"name": null, "role": "AXStaticText", "description": "Icon", "role_description": "text", "value": "Icon", "position": "-391.00;-244.00", "size": "42;0", "children": []}, {"name": null, "role": "AXStaticText", "description": "Case Sensitive", "role_description": "text", "value": "Case Sensitive", "position": "-391.00;-244.00", "size": "111;0", "children": []}, {"name": null, "role": "AXStaticText", "description": "Pattern", "role_description": "text", "value": "Pattern", "position": "-391.00;-244.00", "size": "524;0", "children": []}]}, {"name": null, "role": "AXGroup", "description": "Action Toolbar", "role_description": "group", "value": 0, "position": "-391.00;-244.00", "size": "677;24", "children": [{"name": null, "role": "AXButton", "description": "Add", "role_description": "button", "value": null, "position": "-391.00;-244.00", "size": "26;24", "children": []}, {"name": null, "role": "AXButton", "description": "Remove", "role_description": "button", "value": null, "position": "-391.00;-244.00", "size": "26;24", "children": []}, {"name": null, "role": "AXButton", "description": "Edit", "role_description": "button", "value": null, "position": "-391.00;-244.00", "size": "26;24", "children": []}]}, {"name": null, "role": "AXScrollArea", "description": null, "role_description": "scroll area", "value": 0, "position": "-391.00;-244.00", "size": "677;205", "children": [{"name": null, "role": "AXTable", "description": "table", "role_description": "table", "value": 0, "position": "-391.00;-244.00", "size": "677;180", "children": []}, {"name": null, "role": "AXScrollBar", "description": null, "role_description": "scroll bar", "value": 0, "position": "-391.00;-244.00", "size": "0;0", "children": []}, {"name": null, "role": "AXScrollBar", "description": null, "role_description": "scroll bar", "value": 0, "position": "-391.00;-244.00", "size": "0;0", "children": []}, {"name": null, "role": "AXStaticText", "description": "Name", "role_description": "text", "value": "Name", "position": "-391.00;-244.00", "size": "153;0", "children": []}, {"name": null, "role": "AXStaticText", "description": "Patterns", "role_description": "text", "value": "Patterns", "position": "-391.00;-244.00", "size": "524;0", "children": []}]}, {"name": null, "role": "AXGroup", "description": "Action Toolbar", "role_description": "group", "value": 0, "position": "-391.00;-244.00", "size": "677;24", "children": [{"name": null, "role": "AXButton", "description": "Add", "role_description": "button", "value": null, "position": "-391.00;-244.00", "size": "26;24", "children": []}, {"name": null, "role": "AXButton", "description": "Remove", "role_description": "button", "value": null, "position": "-391.00;-244.00", "size": "26;24", "children": []}, {"name": null, "role": "AXButton", "description": "Edit", "role_description": "button", "value": null, "position": "-391.00;-244.00", "size": "26;24", "children": []}]}, {"name": null, "role": "AXTextField", "description": "Search plugins", "role_description": "text field", "value": "", "position": "-391.00;-244.00", "size": "320;36", "children": []}, {"name": null, "role": "AXScrollArea", "description": null, "role_description": "scroll area", "value": 0, "position": "-391.00;-244.00", "size": "320;562", "children": [{"name": null, "role": "AXScrollBar", "description": null, "role_description": "scroll bar", "value": 0, "position": "-391.00;-244.00", "size": "14;562", "children": []}, {"name": null, "role": "AXScrollBar", "description": null, "role_description": "scroll bar", "value": 0, "position": "-391.00;-244.00", "size": "0;0", "children": []}, {"name": null, "role": "AXGroup", "description": "Marketplace", "role_description": "group", "value": 0, "position": "-391.00;-244.00", "size": "320;2531", "children": [{"name": null, "role": "AXGroup", "description": "Staff Picks", "role_description": "group", "value": 0, "position": "-391.00;-244.00", "size": "320;25", "children": [{"name": null, "role": "AXStaticText", "description": "Staff Picks", "role_description": "text", "value": "Staff Picks", "position": "-391.00;-244.00", "size": "66;17", "children": []}]}, {"name": null, "role": "AXGroup", "description": "BashSupport Pro", "role_description": "group", "value": 0, "position": "-391.00;-244.00", "size": "320;73", "children": [{"name": null, "role": "AXImage", "description": null, "role_description": "image", "value": null, "position": "-391.00;-244.00", "size": "40;40", "children": []}, {"name": null, "role": "AXStaticText", "description": "BashSupport Pro", "role_description": "text", "value": "BashSupport Pro", "position": "-391.00;-244.00", "size": "106;17", "children": []}, {"name": null, "role": "AXLink", "description": "Paid", "role_description": "link", "value": null, "position": "-391.00;-244.00", "size": "39;16", "children": []}, {"name": null, "role": "AXButton", "description": "Install", "role_description": "button", "value": null, "position": "-391.00;-244.00", "size": "78;34", "children": []}, {"name": null, "role": "AXCheckBox", "description": "Enabled", "role_description": "checkbox", "value": 0, "position": "-391.00;-244.00", "size": "0;0", "children": []}, {"name": null, "role": "AXStaticText", "description": "414K", "role_description": "text", "value": "414K", "position": "-391.00;-244.00", "size": "40;14", "children": []}, {"name": null, "role": "AXStaticText", "description": "4.71", "role_description": "text", "value": "4.71", "position": "-391.00;-244.00", "size": "35;14", "children": []}, {"name": null, "role": "AXStaticText", "description": "", "role_description": "text", "value": "", "position": "-391.00;-244.00", "size": "0;0", "children": []}, {"name": null, "role": "AXStaticText", "description": "Joachim Ansorg", "role_description": "text", "value": "Joachim Ansorg", "position": "-391.00;-244.00", "size": "83;14", "children": []}]}, {"name": null, "role": "AXGroup", "description": "Debug Image Viewer (former OpenCV Image Viewer)", "role_description": "group", "value": 0, "position": "-391.00;-244.00", "size": "320;73", "children": [{"name": null, "role": "AXImage", "description": null, "role_description": "image", "value": null, "position": "-391.00;-244.00", "size": "40;40", "children": []}, {"name": null, "role": "AXStaticText", "description": "Debug Image Viewer (former OpenCV Image Viewer)", "role_description": "text", "value": "Debug Image Viewer (former OpenCV Image Viewer)", "position": "-391.00;-244.00", "size": "164;17", "children": []}, {"name": null, "role": "AXButton", "description": "Install", "role_description": "button", "value": null, "position": "-391.00;-244.00", "size": "78;34", "children": []}, {"name": null, "role": "AXCheckBox", "description": "Enabled", "role_description": "checkbox", "value": 0, "position": "-391.00;-244.00", "size": "0;0", "children": []}, {"name": null, "role": "AXStaticText", "description": "144,1K", "role_description": "text", "value": "144,1K", "position": "-391.00;-244.00", "size": "48;14", "children": []}, {"name": null, "role": "AXStaticText", "description": "4.23", "role_description": "text", "value": "4.23", "position": "-391.00;-244.00", "size": "38;14", "children": []}, {"name": null, "role": "AXStaticText", "description": "", "role_description": "text", "value": "", "position": "-391.00;-244.00", "size": "0;0", "children": []}, {"name": null, "role": "AXStaticText", "description": "sudo", "role_description": "text", "value": "sudo", "position": "-391.00;-244.00", "size": "25;14", "children": []}]}, {"name": null, "role": "AXGroup", "description": "Pydantic", "role_description": "group", "value": 0, "position": "-391.00;-244.00", "size": "320;73", "children": [{"name": null, "role": "AXImage", "description": null, "role_description": "image", "value": null, "position": "-391.00;-244.00", "size": "40;40", "children": []}, {"name": null, "role": "AXStaticText", "description": "Pydantic", "role_description": "text", "value": "Pydantic", "position": "-391.00;-244.00", "size": "55;17", "children": []}, {"name": null, "role": "AXButton", "description": "Install", "role_description": "button", "value": null, "position": "-391.00;-244.00", "size": "78;34", "children": []}, {"name": null, "role": "AXCheckBox", "description": "Enabled", "role_description": "checkbox", "value": 0, "position": "-391.00;-244.00", "size": "0;0", "children": []}, {"name": null, "role": "AXStaticText", "description": "450,9K", "role_description": "text", "value": "450,9K", "position": "-391.00;-244.00", "size": "52;14", "children": []}, {"name": null, "role": "AXStaticText", "description": "4.86", "role_description": "text", "value": "4.86", "position": "-391.00;-244.00", "size": "38;14", "children": []}, {"name": null, "role": "AXStaticText", "description": "", "role_description": "text", "value": "", "position": "-391.00;-244.00", "size": "0;0", "children": []}, {"name": null, "role": "AXStaticText", "description": "Kodai Aono", "role_description": "text", "value": "Kodai Aono", "position": "-391.00;-244.00", "size": "59;14", "children": []}]}, {"name": null, "role": "AXGroup", "description": "IdeaVim", "role_description": "group", "value": 0, "position": "-391.00;-244.00", "size": "320;73", "children": [{"name": null, "role": "AXImage", "description": null, "role_description": "image", "value": null, "position": "-391.00;-244.00", "size": "40;40", "children": []}, {"name": null, "role": "AXStaticText", "description": "IdeaVim", "role_description": "text", "value": "IdeaVim", "position": "-391.00;-244.00", "size": "51;17", "children": []}, {"name": null, "role": "AXButton", "description": "Install", "role_description": "button", "value": null, "position": "-391.00;-244.00", "size": "78;34", "children": []}, {"name": null, "role": "AXCheckBox", "description": "Enabled", "role_description": "checkbox", "value": 0, "position": "-391.00;-244.00", "size": "0;0", "children": []}, {"name": null, "role": "AXStaticText", "description": "16,1M", "role_description": "text", "value": "16,1M", "position": "-391.00;-244.00", "size": "44;14", "children": []}, {"name": null, "role": "AXStaticText", "description": "4.42", "role_description": "text", "value": "4.42", "position": "-391.00;-244.00", "size": "38;14", "children": []}, {"name": null, "role": "AXStaticText", "description": "", "role_description": "text", "value": "", "position": "-391.00;-244.00", "size": "0;0", "children": []}, {"name": null, "role": "AXStaticText", "description": "JetBrains s.r.o.", "role_description": "text", "value": "JetBrains s.r.o.", "position": "-391.00;-244.00", "size": "77;14", "children": []}]}, {"name": null, "role": "AXGroup", "description": "CSV Editor", "role_description": "group", "value": 0, "position": "-391.00;-244.00", "size": "320;73", "children": [{"name": null, "role": "AXImage", "description": null, "role_description": "image", "value": null, "position": "-391.00;-244.00", "size": "40;40", "children": []}, {"name": null, "role": "AXStaticText", "description": "CSV Editor", "role_description": "text", "value": "CSV Editor", "position": "-391.00;-244.00", "size": "68;17", "children": []}, {"name": null, "role": "AXButton", "description": "Install", "role_description": "button", "value": null, "position": "-391.00;-244.00", "size": "78;34", "children": []}, {"name": null, "role": "AXCheckBox", "description": "Enabled", "role_description": "checkbox", "value": 0, "position": "-391.00;-244.00", "size": "0;0", "children": []}, {"name": null, "role": "AXStaticText", "description": "11,2M", "role_description": "text", "value": "11,2M", "position": "-391.00;-244.00", "size": "44;14", "children": []}, {"name": null, "role": "AXStaticText", "description": "4.56", "role_description": "text", "value": "4.56", "position": "-391.00;-244.00", "size": "38;14", "children": []}, {"name": null, "role": "AXStaticText", "description": "", "role_description": "text", "value": "", "position": "-391.00;-244.00", "size": "0;0", "children": []}, {"name": null, "role": "AXStaticText", "description": "Martin Sommer", "role_description": "text", "value": "Martin Sommer", "position": "-391.00;-244.00", "size": "79;14", "children": []}]}, {"name": null, "role": "AXGroup", "description": ".env files support", "role_description": "group", "value": 0, "position": "-391.00;-244.00", "size": "320;73", "children": [{"name": null, "role": "AXImage", "description": null, "role_description": "image", "value": null, "position": "-391.00;-244.00", "size": "40;40", "children": []}, {"name": null, "role": "AXStaticText", "description": ".env files support", "role_description": "text", "value": ".env files support", "position": "-391.00;-244.00", "size": "109;17", "children": []}, {"name": null, "role": "AXButton", "description": "Install", "role_description": "button", "value": null, "position": "-391.00;-244.00", "size": "78;34", "children": []}, {"name": null, "role": "AXCheckBox", "description": "Enabled", "role_description": "checkbox", "value": 0, "position": "-391.00;-244.00", "size": "0;0", "children": []}, {"name": null, "role": "AXStaticText", "description": "11M", "role_description": "text", "value": "11M", "position": "-391.00;-244.00", "size": "34;14", "children": []}, {"name": null, "role": "AXStaticText", "description": "4.83", "role_description": "text", "value": "4.83", "position": "-391.00;-244.00", "size": "38;14", "children": []}, {"name": null, "role": "AXStaticText", "description": "", "role_description": "text", "value": "", "position": "-391.00;-244.00", "size": "0;0", "children": []}, {"name": null, "role": "AXStaticText", "description": "Adel Faizrakhmanov", "role_description": "text", "value": "Adel Faizrakhmanov", "position": "-391.00;-244.00", "size": "105;14", "children": []}]}, {"name": null, "role": "AXGroup", "description": "New and Updated", "role_description": "group", "value": 0, "position": "-391.00;-244.00", "size": "320;25", "children": [{"name": null, "role": "AXStaticText", "description": "New and Updated", "role_description": "text", "value": "New and Updated", "position": "-391.00;-244.00", "size": "112;17", "children": []}, {"name": null, "role": "AXButton", "description": "Show all", "role_description": "button", "value": null, "position": "-391.00;-244.00", "size": "56;17", "children": []}]}, {"name": null, "role": "AXGroup", "description": "Database Navigator", "role_description": "group", "value": 0, "position": "-391.00;-244.00", "size": "320;73", "children": [{"name": null, "role": "AXImage", "description": null, "role_description": "image", "value": null, "position": "-391.00;-244.00", "size": "40;40", "children": []}, {"name": null, "role": "AXStaticText", "description": "Database Navigator", "role_description": "text", "value": "Database Navigator", "position": "-391.00;-244.00", "size": "125;17", "children": []}, {"name": null, "role": "AXButton", "description": "Install", "role_description": "button", "value": null, "position": "-391.00;-244.00", "size": "78;34", "children": []}, {"name": null, "role": "AXCheckBox", "description": "Enabled", "role_description": "checkbox", "value": 0, "position": "-391.00;-244.00", "size": "0;0", "children": []}, {"name": null, "role": "AXStaticText", "description": "4,3M", "role_description": "text", "value": "4,3M", "position": "-391.00;-244.00", "size": "41;14", "children": []}, {"name": null, "role": "AXStaticText", "description": "3.96", "role_description": "text", "value": "3.96", "position": "-391.00;-244.00", "size": "38;14", "children": []}, {"name": null, "role": "AXStaticText", "description": "", "role_description": "text", "value": "", "position": "-391.00;-244.00", "size": "0;0", "children": []}, {"name": null, "role": "AXStaticText", "description": "Dan Cioca", "role_description": "text", "value": "Dan Cioca", "position": "-391.00;-244.00", "size": "53;14", "children": []}]}, {"name": null, "role": "AXGroup", "description": "Perl", "role_description": "group", "value": 0, "position": "-391.00;-244.00", "size": "320;73", "children": [{"name": null, "role": "AXImage", "description": null, "role_description": "image", "value": null, "position": "-391.00;-244.00", "size": "40;40", "children": []}, {"name": null, "role": "AXStaticText", "description": "Perl", "role_description": "text", "value": "Perl", "position": "-391.00;-244.00", "size": "25;17", "children": []}, {"name": null, "role": "AXButton", "description": "Install", "role_description": "button", "value": null, "position": "-391.00;-244.00", "size": "78;34", "children": []}, {"name": null, "role": "AXCheckBox", "description": "Enabled", "role_description": "checkbox", "value": 0, "position": "-391.00;-244.00", "size": "0;0", "children": []}, {"name": null, "role": "AXStaticText", "description": "924,2K", "role_description": "text", "value": "924,2K", "position": "-391.00;-244.00", "size": "51;14", "children": []}, {"name": null, "role": "AXStaticText", "description": "4.88", "role_description": "text", "value": "4.88", "position": "-391.00;-244.00", "size": "38;14", "children": []}, {"name": null, "role": "AXStaticText", "description": "", "role_description": "text", "value": "", "position": "-391.00;-244.00", "size": "0;0", "children": []}, {"name": null, "role": "AXStaticText", "description": "Alexandr Evstigneev", "role_description": "text", "value": "Alexandr Evstigneev", "position": "-391.00;-244.00", "size": "106;14", "children": []}]}, {"name": null, "role": "AXGroup", "description": "Template Toolkit Support", "role_description": "group", "value": 0, "position": "-391.00;-244.00", "size": "320;73", "children": [{"name": null, "role": "AXImage", "description": null, "role_description": "image", "value": null, "position": "-391.00;-244.00", "size": "40;40", "children": []}, {"name": null, "role": "AXStaticText", "description": "Template Toolkit Support", "role_description": "text", "value": "Template Toolkit Support", "position": "-391.00;-244.00", "size": "160;17", "children": []}, {"name": null, "role": "AXButton", "description": "Install", "role_description": "button", "value": null, "position": "-391.00;-244.00", "size": "78;34", "children": []}, {"name": null, "role": "AXCheckBox", "description": "Enabled", "role_description": "checkbox", "value": 0, "position": "-391.00;-244.00", "size": "0;0", "children": []}, {"name": null, "role": "AXStaticText", "description": "32,1K", "role_description": "text", "value": "32,1K", "position": "-391.00;-244.00", "size": "43;14", "children": []}, {"name": null, "role": "AXStaticText", "description": "", "role_description": "text", "value": "", "position": "-391.00;-244.00", "size": "0;0", "children": []}, {"name": null, "role": "AXStaticText", "description": "Alexandr Evstigneev", "role_description": "text", "value": "Alexandr Evstigneev", "position": "-391.00;-244.00", "size": "106;14", "children": []}]}, {"name": null, "role": "AXGroup", "description": "Mojolicious Support", "role_description": "group", "value": 0, "position": "-391.00;-244.00", "size": "320;73", "children": [{"name": null, "role": "AXImage", "description": null, "role_description": "image", "value": null, "position": "-391.00;-244.00", "size": "40;40", "children": []}, {"name": null, "role": "AXStaticText", "description": "Mojolicious Support", "role_description": "text", "value": "Mojolicious Support", "position": "-391.00;-244.00", "size": "125;17", "children": []}, {"name": null, "role": "AXButton", "description": "Install", "role_description": "button", "value": null, "position": "-391.00;-244.00", "size": "78;34", "children": []}, {"name": null, "role": "AXCheckBox", "description": "Enabled", "role_description": "checkbox", "value": 0, "position": "-391.00;-244.00", "size": "0;0", "children": []}, {"name": null, "role": "AXStaticText", "description": "22,3K", "role_description": "text", "value": "22,3K", "position": "-391.00;-244.00", "size": "44;14", "children": []}, {"name": null, "role": "AXStaticText", "description": "4.43", "role_description": "text", "value": "4.43", "position": "-391.00;-244.00", "size": "38;14", "children": []}, {"name": null, "role": "AXStaticText", "description": "", "role_description": "text", "value": "", "position": "-391.00;-244.00", "size": "0;0", "children": []}, {"name": null, "role": "AXStaticText", "description": "Alexandr Evstigneev", "role_description": "text", "value": "Alexandr Evstigneev", "position": "-391.00;-244.00", "size": "106;14", "children": []}]}, {"name": null, "role": "AXGroup", "description": "Mason2 Support", "role_description": "group", "value": 0, "position": "-391.00;-244.00", "size": "320;73", "children": [{"name": null, "role": "AXImage", "description": null, "role_description": "image", "value": null, "position": "-391.00;-244.00", "size": "40;40", "children": []}, {"name": null, "role": "AXStaticText", "description": "Mason2 Support", "role_description": "text", "value": "Mason2 Support", "position": "-391.00;-244.00", "size": "104;17", "children": []}, {"name": null, "role": "AXButton", "description": "Install", "role_description": "button", "value": null, "position": "-391.00;-244.00", "size": "78;34", "children": []}, {"name": null, "role": "AXCheckBox", "description": "Enabled", "role_description": "checkbox", "value": 0, "position": "-391.00;-244.00", "size": "0;0", "children": []}, {"name": null, "role": "AXStaticText", "description": "24,3K", "role_description": "text", "value": "24,3K", "position": "-391.00;-244.00", "size": "45;14", "children": []}, {"name": null, "role": "AXStaticText", "description": "", "role_description": "text", "value": "", "position": "-391.00;-244.00", "size": "0;0", "children": []}, {"name": null, "role": "AXStaticText", "description": "Alexandr Evstigneev", "role_description": "text", "value": "Alexandr Evstigneev", "position": "-391.00;-244.00", "size": "106;14", "children": []}]}, {"name": null, "role": "AXGroup", "description": "Mason Framework", "role_description": "group", "value": 0, "position": "-391.00;-244.00", "size": "320;73", "children": [{"name": null, "role": "AXImage", "description": null, "role_description": "image", "value": null, "position": "-391.00;-244.00", "size": "40;40", "children": []}, {"name": null, "role": "AXStaticText", "description": "Mason Framework", "role_description": "text", "value": "Mason Framework", "position": "-391.00;-244.00", "size": "116;17", "children": []}, {"name": null, "role": "AXButton", "description": "Install", "role_description": "button", "value": null, "position": "-391.00;-244.00", "size": "78;34", "children": []}, {"name": null, "role": "AXCheckBox", "description": "Enabled", "role_description": "checkbox", "value": 0, "position": "-391.00;-244.00", "size": "0;0", "children": []}, {"name": null, "role": "AXStaticText", "description": "51,3K", "role_description": "text", "value": "51,3K", "position": "-391.00;-244.00", "size": "43;14", "children": []}, {"name": null, "role": "AXStaticText", "description": "", "role_description": "text", "value": "", "position": "-391.00;-244.00", "size": "0;0", "children": []}, {"name": null, "role": "AXStaticText", "description": "Alexandr Evstigneev", "role_description": "text", "value": "Alexandr Evstigneev", "position": "-391.00;-244.00", "size": "106;14", "children": []}]}, {"name": null, "role": "AXGroup", "description": "HTML::Mason Support", "role_description": "group", "value": 0, "position": "-391.00;-244.00", "size": "320;73", "children": [{"name": null, "role": "AXImage", "description": null, "role_description": "image", "value": null, "position": "-391.00;-244.00", "size": "40;40", "children": []}, {"name": null, "role": "AXStaticText", "description": "HTML::Mason Support", "role_description": "text", "value": "HTML::Mason Support", "position": "-391.00;-244.00", "size": "141;17", "children": []}, {"name": null, "role": "AXButton", "description": "Install", "role_description": "button", "value": null, "position": "-391.00;-244.00", "size": "78;34", "children": []}, {"name": null, "role": "AXCheckBox", "description": "Enabled", "role_description": "checkbox", "value": 0, "position": "-391.00;-244.00", "size": "0;0", "children": []}, {"name": null, "role": "AXStaticText", "description": "39,3K", "role_description": "text", "value": "39,3K", "position": "-391.00;-244.00", "size": "45;14", "children": []}, {"name": null, "role": "AXStaticText", "description": "", "role_description": "text", "value": "", "position": "-391.00;-244.00", "size": "0;0", "children": []}, {"name": null, "role": "AXStaticText", "description": "Alexandr Evstigneev", "role_description": "text", "value": "Alexandr Evstigneev", "position": "-391.00;-244.00", "size": "106;14", "children": []}]}, {"name": null, "role": "AXGroup", "description": "Embedded Perl Support", "role_description": "group", "value": 0, "position": "-391.00;-244.00", "size": "320;73", "children": [{"name": null, "role": "AXImage", "description": null, "role_description": "image", "value": null, "position": "-391.00;-244.00", "size": "40;40", "children": []}, {"name": null, "role": "AXStaticText", "description": "Embedded Perl Support", "role_description": "text", "value": "Embedded Perl Support", "position": "-391.00;-244.00", "size": "149;17", "children": []}, {"name": null, "role": "AXButton", "description": "Install", "role_description": "button", "value": null, "position": "-391.00;-244.00", "size": "78;34", "children": []}, {"name": null, "role": "AXCheckBox", "description": "Enabled", "role_description": "checkbox", "value": 0, "position": "-391.00;-244.00", "size": "0;0", "children": []}, {"name": null, "role": "AXStaticText", "description": "29,1K", "role_description": "text", "value": "29,1K", "position": "-391.00;-244.00", "size": "43;14", "children": []}, {"name": null, "role": "AXStaticText", "description": "", "role_description": "text", "value": "", "position": "-391.00;-244.00", "size": "0;0", "children": []}, {"name": null, "role": "AXStaticText", "description": "Alexandr Evstigneev", "role_description": "text", "value": "Alexandr Evstigneev", "position": "-391.00;-244.00", "size": "106;14", "children": []}]}, {"name": null, "role": "AXGroup", "description": "Spring Boot Jasypt", "role_description": "group", "value": 0, "position": "-391.00;-244.00", "size": "320;73", "children": [{"name": null, "role": "AXImage", "description": null, "role_description": "image", "value": null, "position": "-391.00;-244.00", "size": "40;40", "children": []}, {"name": null, "role": "AXStaticText", "description": "Spring Boot Jasypt", "role_description": "text", "value": "Spring Boot Jasypt", "position": "-391.00;-244.00", "size": "119;17", "children": []}, {"name": null, "role": "AXButton", "description": "Install", "role_description": "button", "value": null, "position": "-391.00;-244.00", "size": "78;34", "children": []}, {"name": null, "role": "AXCheckBox", "description": "Enabled", "role_description": "checkbox", "value": 0, "position": "-391.00;-244.00", "size": "0;0", "children": []}, {"name": null, "role": "AXStaticText", "description": "11,3K", "role_description": "text", "value": "11,3K", "position": "-391.00;-244.00", "size": "41;14", "children": []}, {"name": null, "role": "AXStaticText", "description": "4.07", "role_description": "text", "value": "4.07", "position": "-391.00;-244.00", "size": "37;14", "children": []}, {"name": null, "role": "AXStaticText", "description": "", "role_description": "text", "value": "", "position": "-391.00;-244.00", "size": "0;0", "children": []}, {"name": null, "role": "AXStaticText", "description": "Slawomir Dadas", "role_description": "text", "value": "Slawomir Dadas", "position": "-391.00;-244.00", "size": "83;14", "children": []}]}, {"name": null, "role": "AXGroup", "description": "Top Downloads", "role_description": "group", "value": 0, "position": "-391.00;-244.00", "size": "320;25", "children": [{"name": null, "role": "AXStaticText", "description": "Top Downloads", "role_description": "text", "value": "Top Downloads", "position": "-391.00;-244.00", "size": "96;17", "children": []}, {"name": null, "role": "AXButton", "description": "Show all", "role_description": "button", "value": null, "position": "-391.00;-244.00", "size": "56;17", "children": []}]}, {"name": null, "role": "AXGroup", "description": "Chinese (Simplified) Language Pack / 中文语言包", "role_description": "group", "value": 0, "position": "-391.00;-244.00", "size": "320;65", "children": [{"name": null, "role": "AXImage", "description": null, "role_description": "image", "value": null, "position": "-391.00;-244.00", "size": "40;40", "children": []}, {"name": null, "role": "AXStaticText", "description": "Chinese (Simplified) Language Pack / 中文语言包", "role_description": "text", "value": "Chinese (Simplified) Language Pack / 中文语言包", "position": "-391.00;-244.00", "size": "206;17", "children": []}, {"name": null, "role": "AXButton", "description": "Installed", "role_description": "button", "value": null, "position": "-391.00;-244.00", "size": "0;0", "children": []}, {"name": null, "role": "AXCheckBox", "description": "Enabled", "role_description": "checkbox", "value": 1, "position": "-391.00;-244.00", "size": "36;26", "children": []}, {"name": null, "role": "AXStaticText", "description": "30,2M", "role_description": "text", "value": "30,2M", "position": "-391.00;-244.00", "size": "47;14", "children": []}, {"name": null, "role": "AXStaticText", "description": "4.22", "role_description": "text", "value": "4.22", "position": "-391.00;-244.00", "size": "37;14", "children": []}, {"name": null, "role": "AXStaticText", "description": "242.20224.347", "role_description": "text", "value": "242.20224.347", "position": "-391.00;-244.00", "size": "80;14", "children": []}, {"name": null, "role": "AXStaticText", "description": "JetBrains s.r.o.", "role_description": "text", "value": "JetBrains s.r.o.", "position": "-391.00;-244.00", "size": "65;14", "children": []}]}, {"name": null, "role": "AXGroup", "description": "Dart", "role_description": "group", "value": 0, "position": "-391.00;-244.00", "size": "320;73", "children": [{"name": null, "role": "AXImage", "description": null, "role_description": "image", "value": null, "position": "-391.00;-244.00", "size": "40;40", "children": []}, {"name": null, "role": "AXStaticText", "description": "Dart", "role_description": "text", "value": "Dart", "position": "-391.00;-244.00", "size": "27;17", "children": []}, {"name": null, "role": "AXButton", "description": "Install", "role_description": "button", "value": null, "position": "-391.00;-244.00", "size": "78;34", "children": []}, {"name": null, "role": "AXCheckBox", "description": "Enabled", "role_description": "checkbox", "value": 0, "position": "-391.00;-244.00", "size": "0;0", "children": []}, {"name": null, "role": "AXStaticText", "description": "19,3M", "role_description": "text", "value": "19,3M", "position": "-391.00;-244.00", "size": "46;14", "children": []}, {"name": null, "role": "AXStaticText", "description": "3.42", "role_description": "text", "value": "3.42", "position": "-391.00;-244.00", "size": "38;14", "children": []}, {"name": null, "role": "AXStaticText", "description": "", "role_description": "text", "value": "", "position": "-391.00;-244.00", "size": "0;0", "children": []}, {"name": null, "role": "AXStaticText", "description": "JetBrains s.r.o.", "role_description": "text", "value": "JetBrains s.r.o.", "position": "-391.00;-244.00", "size": "77;14", "children": []}]}, {"name": null, "role": "AXGroup", "description": "Rainbow Brackets", "role_description": "group", "value": 0, "position": "-391.00;-244.00", "size": "320;73", "children": [{"name": null, "role": "AXImage", "description": null, "role_description": "image", "value": null, "position": "-391.00;-244.00", "size": "40;40", "children": []}, {"name": null, "role": "AXStaticText", "description": "Rainbow Brackets", "role_description": "text", "value": "Rainbow Brackets", "position": "-391.00;-244.00", "size": "113;17", "children": []}, {"name": null, "role": "AXButton", "description": "Install", "role_description": "button", "value": null, "position": "-391.00;-244.00", "size": "78;34", "children": []}, {"name": null, "role": "AXCheckBox", "description": "Enabled", "role_description": "checkbox", "value": 0, "position": "-391.00;-244.00", "size": "0;0", "children": []}, {"name": null, "role": "AXStaticText", "description": "17,5M", "role_description": "text", "value": "17,5M", "position": "-391.00;-244.00", "size": "45;14", "children": []}, {"name": null, "role": "AXStaticText", "description": "4.50", "role_description": "text", "value": "4.50", "position": "-391.00;-244.00", "size": "38;14", "children": []}, {"name": null, "role": "AXStaticText", "description": "", "role_description": "text", "value": "", "position": "-391.00;-244.00", "size": "0;0", "children": []}, {"name": null, "role": "AXStaticText", "description": "Zhihao Zhang", "role_description": "text", "value": "Zhihao Zhang", "position": "-391.00;-244.00", "size": "71;14", "children": []}]}, {"name": null, "role": "AXGroup", "description": ".ignore", "role_description": "group", "value": 0, "position": "-391.00;-244.00", "size": "320;73", "children": [{"name": null, "role": "AXImage", "description": null, "role_description": "image", "value": null, "position": "-391.00;-244.00", "size": "40;40", "children": []}, {"name": null, "role": "AXStaticText", "description": ".ignore", "role_description": "text", "value": ".ignore", "position": "-391.00;-244.00", "size": "44;17", "children": []}, {"name": null, "role": "AXButton", "description": "Install", "role_description": "button", "value": null, "position": "-391.00;-244.00", "size": "78;34", "children": []}, {"name": null, "role": "AXCheckBox", "description": "Enabled", "role_description": "checkbox", "value": 0, "position": "-391.00;-244.00", "size": "0;0", "children": []}, {"name": null, "role": "AXStaticText", "description": "17M", "role_description": "text", "value": "17M", "position": "-391.00;-244.00", "size": "35;14", "children": []}, {"name": null, "role": "AXStaticText", "description": "3.90", "role_description": "text", "value": "3.90", "position": "-391.00;-244.00", "size": "38;14", "children": []}, {"name": null, "role": "AXStaticText", "description": "", "role_description": "text", "value": "", "position": "-391.00;-244.00", "size": "0;0", "children": []}, {"name": null, "role": "AXStaticText", "description": "JetBrains s.r.o.", "role_description": "text", "value": "JetBrains s.r.o.", "position": "-391.00;-244.00", "size": "77;14", "children": []}]}, {"name": null, "role": "AXGroup", "description": "IdeaVim", "role_description": "group", "value": 0, "position": "-391.00;-244.00", "size": "320;73", "children": [{"name": null, "role": "AXImage", "description": null, "role_description": "image", "value": null, "position": "-391.00;-244.00", "size": "40;40", "children": []}, {"name": null, "role": "AXStaticText", "description": "IdeaVim", "role_description": "text", "value": "IdeaVim", "position": "-391.00;-244.00", "size": "51;17", "children": []}, {"name": null, "role": "AXButton", "description": "Install", "role_description": "button", "value": null, "position": "-391.00;-244.00", "size": "78;34", "children": []}, {"name": null, "role": "AXCheckBox", "description": "Enabled", "role_description": "checkbox", "value": 0, "position": "-391.00;-244.00", "size": "0;0", "children": []}, {"name": null, "role": "AXStaticText", "description": "16,1M", "role_description": "text", "value": "16,1M", "position": "-391.00;-244.00", "size": "44;14", "children": []}, {"name": null, "role": "AXStaticText", "description": "4.42", "role_description": "text", "value": "4.42", "position": "-391.00;-244.00", "size": "38;14", "children": []}, {"name": null, "role": "AXStaticText", "description": "", "role_description": "text", "value": "", "position": "-391.00;-244.00", "size": "0;0", "children": []}, {"name": null, "role": "AXStaticText", "description": "JetBrains s.r.o.", "role_description": "text", "value": "JetBrains s.r.o.", "position": "-391.00;-244.00", "size": "77;14", "children": []}]}, {"name": null, "role": "AXGroup", "description": "Material Theme UI", "role_description": "group", "value": 0, "position": "-391.00;-244.00", "size": "320;73", "children": [{"name": null, "role": "AXImage", "description": null, "role_description": "image", "value": null, "position": "-391.00;-244.00", "size": "40;40", "children": []}, {"name": null, "role": "AXStaticText", "description": "Material Theme UI", "role_description": "text", "value": "Material Theme UI", "position": "-391.00;-244.00", "size": "114;17", "children": []}, {"name": null, "role": "AXButton", "description": "Install", "role_description": "button", "value": null, "position": "-391.00;-244.00", "size": "78;34", "children": []}, {"name": null, "role": "AXCheckBox", "description": "Enabled", "role_description": "checkbox", "value": 0, "position": "-391.00;-244.00", "size": "0;0", "children": []}, {"name": null, "role": "AXStaticText", "description": "15,6M", "role_description": "text", "value": "15,6M", "position": "-391.00;-244.00", "size": "45;14", "children": []}, {"name": null, "role": "AXStaticText", "description": "3.27", "role_description": "text", "value": "3.27", "position": "-391.00;-244.00", "size": "37;14", "children": []}, {"name": null, "role": "AXStaticText", "description": "", "role_description": "text", "value": "", "position": "-391.00;-244.00", "size": "0;0", "children": []}, {"name": null, "role": "AXStaticText", "description": "Atom Material Themes & Plugins", "role_description": "text", "value": "Atom Material Themes & Plugins", "position": "-391.00;-244.00", "size": "154;14", "children": []}]}, {"name": null, "role": "AXGroup", "description": "Space", "role_description": "group", "value": 0, "position": "-391.00;-244.00", "size": "320;73", "children": [{"name": null, "role": "AXImage", "description": null, "role_description": "image", "value": null, "position": "-391.00;-244.00", "size": "40;40", "children": []}, {"name": null, "role": "AXStaticText", "description": "Space", "role_description": "text", "value": "Space", "position": "-391.00;-244.00", "size": "39;17", "children": []}, {"name": null, "role": "AXButton", "description": "Install", "role_description": "button", "value": null, "position": "-391.00;-244.00", "size": "78;34", "children": []}, {"name": null, "role": "AXCheckBox", "description": "Enabled", "role_description": "checkbox", "value": 0, "position": "-391.00;-244.00", "size": "0;0", "children": []}, {"name": null, "role": "AXStaticText", "description": "14,1M", "role_description": "text", "value": "14,1M", "position": "-391.00;-244.00", "size": "44;14", "children": []}, {"name": null, "role": "AXStaticText", "description": "2.86", "role_description": "text", "value": "2.86", "position": "-391.00;-244.00", "size": "37;14", "children": []}, {"name": null, "role": "AXStaticText", "description": "", "role_description": "text", "value": "", "position": "-391.00;-244.00", "size": "0;0", "children": []}, {"name": null, "role": "AXStaticText", "description": "JetBrains s.r.o.", "role_description": "text", "value": "JetBrains s.r.o.", "position": "-391.00;-244.00", "size": "77;14", "children": []}]}, {"name": null, "role": "AXGroup", "description": "JetBrains AI Assistant", "role_description": "group", "value": 0, "position": "-391.00;-244.00", "size": "320;73", "children": [{"name": null, "role": "AXImage", "description": null, "role_description": "image", "value": null, "position": "-391.00;-244.00", "size": "40;40", "children": []}, {"name": null, "role": "AXStaticText", "description": "JetBrains AI Assistant", "role_description": "text", "value": "JetBrains AI Assistant", "position": "-391.00;-244.00", "size": "138;17", "children": []}, {"name": null, "role": "AXButton", "description": "Install", "role_description": "button", "value": null, "position": "-391.00;-244.00", "size": "78;34", "children": []}, {"name": null, "role": "AXCheckBox", "description": "Enabled", "role_description": "checkbox", "value": 0, "position": "-391.00;-244.00", "size": "0;0", "children": []}, {"name": null, "role": "AXStaticText", "description": "11,7M", "role_description": "text", "value": "11,7M", "position": "-391.00;-244.00", "size": "43;14", "children": []}, {"name": null, "role": "AXStaticText", "description": "1.99", "role_description": "text", "value": "1.99", "position": "-391.00;-244.00", "size": "36;14", "children": []}, {"name": null, "role": "AXStaticText", "description": "", "role_description": "text", "value": "", "position": "-391.00;-244.00", "size": "0;0", "children": []}, {"name": null, "role": "AXStaticText", "description": "JetBrains s.r.o.", "role_description": "text", "value": "JetBrains s.r.o.", "position": "-391.00;-244.00", "size": "77;14", "children": []}]}, {"name": null, "role": "AXGroup", "description": "CSV Editor", "role_description": "group", "value": 0, "position": "-391.00;-244.00", "size": "320;73", "children": [{"name": null, "role": "AXImage", "description": null, "role_description": "image", "value": null, "position": "-391.00;-244.00", "size": "40;40", "children": []}, {"name": null, "role": "AXStaticText", "description": "CSV Editor", "role_description": "text", "value": "CSV Editor", "position": "-391.00;-244.00", "size": "68;17", "children": []}, {"name": null, "role": "AXButton", "description": "Install", "role_description": "button", "value": null, "position": "-391.00;-244.00", "size": "78;34", "children": []}, {"name": null, "role": "AXCheckBox", "description": "Enabled", "role_description": "checkbox", "value": 0, "position": "-391.00;-244.00", "size": "0;0", "children": []}, {"name": null, "role": "AXStaticText", "description": "11,2M", "role_description": "text", "value": "11,2M", "position": "-391.00;-244.00", "size": "44;14", "children": []}, {"name": null, "role": "AXStaticText", "description": "4.56", "role_description": "text", "value": "4.56", "position": "-391.00;-244.00", "size": "38;14", "children": []}, {"name": null, "role": "AXStaticText", "description": "", "role_description": "text", "value": "", "position": "-391.00;-244.00", "size": "0;0", "children": []}, {"name": null, "role": "AXStaticText", "description": "Martin Sommer", "role_description": "text", "value": "Martin Sommer", "position": "-391.00;-244.00", "size": "79;14", "children": []}]}, {"name": null, "role": "AXGroup", "description": "Top Rated", "role_description": "group", "value": 0, "position": "-391.00;-244.00", "size": "320;25", "children": [{"name": null, "role": "AXStaticText", "description": "Top Rated", "role_description": "text", "value": "Top Rated", "position": "-391.00;-244.00", "size": "64;17", "children": []}, {"name": null, "role": "AXButton", "description": "Show all", "role_description": "button", "value": null, "position": "-391.00;-244.00", "size": "56;17", "children": []}]}, {"name": null, "role": "AXGroup", "description": "Classic UI", "role_description": "group", "value": 0, "position": "-391.00;-244.00", "size": "320;73", "children": [{"name": null, "role": "AXImage", "description": null, "role_description": "image", "value": null, "position": "-391.00;-244.00", "size": "40;40", "children": []}, {"name": null, "role": "AXStaticText", "description": "Classic UI", "role_description": "text", "value": "Classic UI", "position": "-391.00;-244.00", "size": "62;17", "children": []}, {"name": null, "role": "AXButton", "description": "Install", "role_description": "button", "value": null, "position": "-391.00;-244.00", "size": "78;34", "children": []}, {"name": null, "role": "AXCheckBox", "description": "Enabled", "role_description": "checkbox", "value": 0, "position": "-391.00;-244.00", "size": "0;0", "children": []}, {"name": null, "role": "AXStaticText", "description": "20,6K", "role_description": "text", "value": "20,6K", "position": "-391.00;-244.00", "size": "44;14", "children": []}, {"name": null, "role": "AXStaticText", "description": "4.96", "role_description": "text", "value": "4.96", "position": "-391.00;-244.00", "size": "38;14", "children": []}, {"name": null, "role": "AXStaticText", "description": "", "role_description": "text", "value": "", "position": "-391.00;-244.00", "size": "0;0", "children": []}, {"name": null, "role": "AXStaticText", "description": "JetBrains s.r.o.", "role_description": "text", "value": "JetBrains s.r.o.", "position": "-391.00;-244.00", "size": "77;14", "children": []}]}, {"name": null, "role": "AXGroup", "description": "GdScript", "role_description": "group", "value": 0, "position": "-391.00;-244.00", "size": "320;73", "children": [{"name": null, "role": "AXImage", "description": null, "role_description": "image", "value": null, "position": "-391.00;-244.00", "size": "40;40", "children": []}, {"name": null, "role": "AXStaticText", "description": "GdScript", "role_description": "text", "value": "GdScript", "position": "-391.00;-244.00", "size": "56;17", "children": []}, {"name": null, "role": "AXButton", "description": "Install", "role_description": "button", "value": null, "position": "-391.00;-244.00", "size": "78;34", "children": []}, {"name": null, "role": "AXCheckBox", "description": "Enabled", "role_description": "checkbox", "value": 0, "position": "-391.00;-244.00", "size": "0;0", "children": []}, {"name": null, "role": "AXStaticText", "description": "42,7K", "role_description": "text", "value": "42,7K", "position": "-391.00;-244.00", "size": "44;14", "children": []}, {"name": null, "role": "AXStaticText", "description": "4.95", "role_description": "text", "value": "4.95", "position": "-391.00;-244.00", "size": "38;14", "children": []}, {"name": null, "role": "AXStaticText", "description": "", "role_description": "text", "value": "", "position": "-391.00;-244.00", "size": "0;0", "children": []}, {"name": null, "role": "AXStaticText", "description": "David Horacek", "role_description": "text", "value": "David Horacek", "position": "-391.00;-244.00", "size": "76;14", "children": []}]}, {"name": null, "role": "AXGroup", "description": "Extra ToolWindow Colorful Icons", "role_description": "group", "value": 0, "position": "-391.00;-244.00", "size": "320;73", "children": [{"name": null, "role": "AXImage", "description": null, "role_description": "image", "value": null, "position": "-391.00;-244.00", "size": "40;40", "children": []}, {"name": null, "role": "AXStaticText", "description": "Extra ToolWindow Colorful Icons", "role_description": "text", "value": "Extra ToolWindow Colorful Icons", "position": "-391.00;-244.00", "size": "164;17", "children": []}, {"name": null, "role": "AXButton", "description": "Install", "role_description": "button", "value": null, "position": "-391.00;-244.00", "size": "78;34", "children": []}, {"name": null, "role": "AXCheckBox", "description": "Enabled", "role_description": "checkbox", "value": 0, "position": "-391.00;-244.00", "size": "0;0", "children": []}, {"name": null, "role": "AXStaticText", "description": "800,6K", "role_description": "text", "value": "800,6K", "position": "-391.00;-244.00", "size": "51;14", "children": []}, {"name": null, "role": "AXStaticText", "description": "4.94", "role_description": "text", "value": "4.94", "position": "-391.00;-244.00", "size": "38;14", "children": []}, {"name": null, "role": "AXStaticText", "description": "", "role_description": "text", "value": "", "position": "-391.00;-244.00", "size": "0;0", "children": []}, {"name": null, "role": "AXStaticText", "description": "Jonathan Lermitage", "role_description": "text", "value": "Jonathan Lermitage", "position": "-391.00;-244.00", "size": "103;14", "children": []}]}, {"name": null, "role": "AXGroup", "description": "Key Promoter X", "role_description": "group", "value": 0, "position": "-391.00;-244.00", "size": "320;73", "children": [{"name": null, "role": "AXImage", "description": null, "role_description": "image", "value": null, "position": "-391.00;-244.00", "size": "40;40", "children": []}, {"name": null, "role": "AXStaticText", "description": "Key Promoter X", "role_description": "text", "value": "Key Promoter X", "position": "-391.00;-244.00", "size": "98;17", "children": []}, {"name": null, "role": "AXButton", "description": "Install", "role_description": "button", "value": null, "position": "-391.00;-244.00", "size": "78;34", "children": []}, {"name": null, "role": "AXCheckBox", "description": "Enabled", "role_description": "checkbox", "value": 0, "position": "-391.00;-244.00", "size": "0;0", "children": []}, {"name": null, "role": "AXStaticText", "description": "6,3M", "role_description": "text", "value": "6,3M", "position": "-391.00;-244.00", "size": "41;14", "children": []}, {"name": null, "role": "AXStaticText", "description": "4.94", "role_description": "text", "value": "4.94", "position": "-391.00;-244.00", "size": "38;14", "children": []}, {"name": null, "role": "AXStaticText", "description": "", "role_description": "text", "value": "", "position": "-391.00;-244.00", "size": "0;0", "children": []}, {"name": null, "role": "AXStaticText", "description": "Hal's Corner", "role_description": "text", "value": "Hal's Corner", "position": "-391.00;-244.00", "size": "63;14", "children": []}]}, {"name": null, "role": "AXGroup", "description": "Gerry Themes", "role_description": "group", "value": 0, "position": "-391.00;-244.00", "size": "320;73", "children": [{"name": null, "role": "AXImage", "description": null, "role_description": "image", "value": null, "position": "-391.00;-244.00", "size": "40;40", "children": []}, {"name": null, "role": "AXStaticText", "description": "Gerry Themes", "role_description": "text", "value": "Gerry Themes", "position": "-391.00;-244.00", "size": "89;17", "children": []}, {"name": null, "role": "AXButton", "description": "Install", "role_description": "button", "value": null, "position": "-391.00;-244.00", "size": "78;34", "children": []}, {"name": null, "role": "AXCheckBox", "description": "Enabled", "role_description": "checkbox", "value": 0, "position": "-391.00;-244.00", "size": "0;0", "children": []}, {"name": null, "role": "AXStaticText", "description": "987,8K", "role_description": "text", "value": "987,8K", "position": "-391.00;-244.00", "size": "51;14", "children": []}, {"name": null, "role": "AXStaticText", "description": "4.93", "role_description": "text", "value": "4.93", "position": "-391.00;-244.00", "size": "38;14", "children": []}, {"name": null, "role": "AXStaticText", "description": "", "role_description": "text", "value": "", "position": "-391.00;-244.00", "size": "0;0", "children": []}, {"name": null, "role": "AXStaticText", "description": "GerryThemes", "role_description": "text", "value": "GerryThemes", "position": "-391.00;-244.00", "size": "70;14", "children": []}]}, {"name": null, "role": "AXGroup", "description": "Gerry Themes Pro", "role_description": "group", "value": 0, "position": "-391.00;-244.00", "size": "320;73", "children": [{"name": null, "role": "AXImage", "description": null, "role_description": "image", "value": null, "position": "-391.00;-244.00", "size": "40;40", "children": []}, {"name": null, "role": "AXStaticText", "description": "Gerry Themes Pro", "role_description": "text", "value": "Gerry Themes Pro", "position": "-391.00;-244.00", "size": "109;17", "children": []}, {"name": null, "role": "AXLink", "description": "Paid", "role_description": "link", "value": null, "position": "-391.00;-244.00", "size": "39;16", "children": []}, {"name": null, "role": "AXButton", "description": "Install", "role_description": "button", "value": null, "position": "-391.00;-244.00", "size": "78;34", "children": []}, {"name": null, "role": "AXCheckBox", "description": "Enabled", "role_description": "checkbox", "value": 0, "position": "-391.00;-244.00", "size": "0;0", "children": []}, {"name": null, "role": "AXStaticText", "description": "249,5K", "role_description": "text", "value": "249,5K", "position": "-391.00;-244.00", "size": "51;14", "children": []}, {"name": null, "role": "AXStaticText", "description": "4.93", "role_description": "text", "value": "4.93", "position": "-391.00;-244.00", "size": "38;14", "children": []}, {"name": null, "role": "AXStaticText", "description": "", "role_description": "text", "value": "", "position": "-391.00;-244.00", "size": "0;0", "children": []}, {"name": null, "role": "AXStaticText", "description": "GerryThemes", "role_description": "text", "value": "GerryThemes", "position": "-391.00;-244.00", "size": "70;14", "children": []}]}, {"name": null, "role": "AXGroup", "description": "File Expander", "role_description": "group", "value": 0, "position": "-391.00;-244.00", "size": "320;73", "children": [{"name": null, "role": "AXImage", "description": null, "role_description": "image", "value": null, "position": "-391.00;-244.00", "size": "40;40", "children": []}, {"name": null, "role": "AXStaticText", "description": "File Expander", "role_description": "text", "value": "File Expander", "position": "-391.00;-244.00", "size": "85;17", "children": []}, {"name": null, "role": "AXButton", "description": "Install", "role_description": "button", "value": null, "position": "-391.00;-244.00", "size": "78;34", "children": []}, {"name": null, "role": "AXCheckBox", "description": "Enabled", "role_description": "checkbox", "value": 0, "position": "-391.00;-244.00", "size": "0;0", "children": []}, {"name": null, "role": "AXStaticText", "description": "255,4K", "role_description": "text", "value": "255,4K", "position": "-391.00;-244.00", "size": "51;14", "children": []}, {"name": null, "role": "AXStaticText", "description": "4.90", "role_description": "text", "value": "4.90", "position": "-391.00;-244.00", "size": "38;14", "children": []}, {"name": null, "role": "AXStaticText", "description": "", "role_description": "text", "value": "", "position": "-391.00;-244.00", "size": "0;0", "children": []}, {"name": null, "role": "AXStaticText", "description": "Charles Wu", "role_description": "text", "value": "Charles Wu", "position": "-391.00;-244.00", "size": "59;14", "children": []}]}, {"name": null, "role": "AXGroup", "description": "mirrord", "role_description": "group", "value": 0, "position": "-391.00;-244.00", "size": "320;73", "children": [{"name": null, "role": "AXImage", "description": null, "role_description": "image", "value": null, "position": "-391.00;-244.00", "size": "40;40", "children": []}, {"name": null, "role": "AXStaticText", "description": "mirrord", "role_description": "text", "value": "mirrord", "position": "-391.00;-244.00", "size": "47;17", "children": []}, {"name": null, "role": "AXButton", "description": "Install", "role_description": "button", "value": null, "position": "-391.00;-244.00", "size": "78;34", "children": []}, {"name": null, "role": "AXCheckBox", "description": "Enabled", "role_description": "checkbox", "value": 0, "position": "-391.00;-244.00", "size": "0;0", "children": []}, {"name": null, "role": "AXStaticText", "description": "13,7K", "role_description": "text", "value": "13,7K", "position": "-391.00;-244.00", "size": "42;14", "children": []}, {"name": null, "role": "AXStaticText", "description": "4.90", "role_description": "text", "value": "4.90", "position": "-391.00;-244.00", "size": "38;14", "children": []}, {"name": null, "role": "AXStaticText", "description": "", "role_description": "text", "value": "", "position": "-391.00;-244.00", "size": "0;0", "children": []}, {"name": null, "role": "AXStaticText", "description": "MetalBear", "role_description": "text", "value": "MetalBear", "position": "-391.00;-244.00", "size": "53;14", "children": []}]}, {"name": null, "role": "AXGroup", "description": "String Manipulation", "role_description": "group", "value": 0, "position": "-391.00;-244.00", "size": "320;73", "children": [{"name": null, "role": "AXImage", "description": null, "role_description": "image", "value": null, "position": "-391.00;-244.00", "size": "40;40", "children": []}, {"name": null, "role": "AXStaticText", "description": "String Manipulation", "role_description": "text", "value": "String Manipulation", "position": "-391.00;-244.00", "size": "123;17", "children": []}, {"name": null, "role": "AXButton", "description": "Install", "role_description": "button", "value": null, "position": "-391.00;-244.00", "size": "78;34", "children": []}, {"name": null, "role": "AXCheckBox", "description": "Enabled", "role_description": "checkbox", "value": 0, "position": "-391.00;-244.00", "size": "0;0", "children": []}, {"name": null, "role": "AXStaticText", "description": "4,2M", "role_description": "text", "value": "4,2M", "position": "-391.00;-244.00", "size": "40;14", "children": []}, {"name": null, "role": "AXStaticText", "description": "4.90", "role_description": "text", "value": "4.90", "position": "-391.00;-244.00", "size": "38;14", "children": []}, {"name": null, "role": "AXStaticText", "description": "", "role_description": "text", "value": "", "position": "-391.00;-244.00", "size": "0;0", "children": []}, {"name": null, "role": "AXStaticText", "description": "Vojtěch Krása", "role_description": "text", "value": "Vojtěch Krása", "position": "-391.00;-244.00", "size": "72;14", "children": []}]}]}]}, {"name": null, "role": "AXGroup", "description": "BashSupport Pro details", "role_description": "group", "value": 0, "position": "-391.00;-244.00", "size": "390;600", "children": [{"name": null, "role": "AXGroup", "description": "Tags", "role_description": "group", "value": 0, "position": "-391.00;-244.00", "size": "350;18", "children": [{"name": null, "role": "AXLink", "description": "Paid", "role_description": "link", "value": null, "position": "-391.00;-244.00", "size": "39;16", "children": []}, {"name": null, "role": "AXLink", "description": "Tools Integration", "role_description": "link", "value": null, "position": "-391.00;-244.00", "size": "104;16", "children": []}, {"name": null, "role": "AXLink", "description": "Programming Language", "role_description": "link", "value": null, "position": "-391.00;-244.00", "size": "139;16", "children": []}, {"name": null, "role": "AXLink", "description": "Debugging", "role_description": "link", "value": null, "position": "-391.00;-244.00", "size": "72;16", "children": []}, {"name": null, "role": "AXLink", "description": "Testing", "role_description": "link", "value": null, "position": "-391.00;-244.00", "size": "55;16", "children": []}]}, {"name": null, "role": "AXTextField", "description": "text/html", "role_description": "text field", "value": "\nBashSupport Pro", "position": "-391.00;-244.00", "size": "148;23", "children": [{"name": null, "role": "AXTextField", "description": "text/html", "role_description": "text field", "value": null, "position": "-391.00;-244.00", "size": "0;0", "children": []}, {"name": null, "role": "AXTextField", "description": "text/html", "role_description": "text field", "value": null, "position": "-391.00;-244.00", "size": "147;23", "children": []}, {"name": null, "role": "AXTextField", "description": "text/html", "role_description": "text field", "value": null, "position": "-391.00;-244.00", "size": "0;23", "children": []}]}, {"name": null, "role": "AXStaticText", "description": "", "role_description": "text", "value": "", "position": "-391.00;-244.00", "size": "0;0", "children": []}, {"name": null, "role": "AXLink", "description": "Joachim Ansorg", "role_description": "link", "value": null, "position": "-391.00;-244.00", "size": "99;17", "children": []}, {"name": null, "role": "AXStaticText", "description": "", "role_description": "text", "value": "", "position": "-391.00;-244.00", "size": "0;0", "children": []}, {"name": null, "role": "AXLink", "description": "Plugin homepage", "role_description": "link", "value": null, "position": "-391.00;-244.00", "size": "122;17", "children": []}, {"name": null, "role": "AXStaticText", "description": "4.2.2.242", "role_description": "text", "value": "4.2.2.242", "position": "-391.00;-244.00", "size": "60;17", "children": [{"name": null, "role": "AXStaticText", "description": null, "role_description": "text", "value": null, "position": "-391.00;-244.00", "size": "0;17", "children": []}, {"name": null, "role": "AXTextField", "description": "text/html", "role_description": "text field", "value": "\n4.2.2.242", "position": "-391.00;-244.00", "size": "60;17", "children": [{"name": null, "role": "AXTextField", "description": "text/html", "role_description": "text field", "value": null, "position": "-391.00;-244.00", "size": "0;0", "children": []}, {"name": null, "role": "AXTextField", "description": "text/html", "role_description": "text field", "value": null, "position": "-391.00;-244.00", "size": "59;17", "children": []}, {"name": null, "role": "AXTextField", "description": "text/html", "role_description": "text field", "value": null, "position": "-391.00;-244.00", "size": "0;17", "children": []}]}]}, {"name": null, "role": "AXButton", "description": "Restart IDE", "role_description": "button", "value": null, "position": "-391.00;-244.00", "size": "0;0", "children": []}, {"name": null, "role": "AXButton", "description": "Update", "role_description": "button", "value": null, "position": "-391.00;-244.00", "size": "0;0", "children": []}, {"name": null, "role": "AXButton", "description": "Install", "role_description": "button", "value": null, "position": "-391.00;-244.00", "size": "78;34", "children": []}, {"name": null, "role": "AXButton", "description": null, "role_description": "button", "value": null, "position": "-391.00;-244.00", "size": "0;0", "children": [{"name": null, "role": "AXButton", "description": null, "role_description": "button", "value": null, "position": "-391.00;-244.00", "size": "-31;0", "children": []}, {"name": null, "role": "AXButton", "description": "", "role_description": "button", "value": null, "position": "-391.00;-244.00", "size": "31;0", "children": []}]}, {"name": null, "role": "AXButton", "description": "", "role_description": "button", "value": null, "position": "-391.00;-244.00", "size": "0;0", "children": []}, {"name": null, "role": "AXStaticText", "description": "", "role_description": "text", "value": "", "position": "-391.00;-244.00", "size": "-16;0", "children": []}, {"name": null, "role": "AXLink", "description": "", "role_description": "link", "value": null, "position": "-391.00;-244.00", "size": "-16;0", "children": []}, {"name": null, "role": "AXTextField", "description": "text/html", "role_description": "text field", "value": "", "position": "-391.00;-244.00", "size": "0;0", "children": [{"name": null, "role": "AXTextField", "description": "text/html", "role_description": "text field", "value": null, "position": "-391.00;-244.00", "size": "0;0", "children": []}]}, {"name": null, "role": "AXTextField", "description": "text/html", "role_description": "text field", "value": "", "position": "-391.00;-244.00", "size": "0;0", "children": [{"name": null, "role": "AXTextField", "description": "text/html", "role_description": "text field", "value": null, "position": "-391.00;-244.00", "size": "0;0", "children": []}]}, {"name": null, "role": "AXStaticText", "description": "", "role_description": "text", "value": "", "position": "-391.00;-244.00", "size": "0;0", "children": []}, {"name": null, "role": "AXStaticText", "description": "Start the 30-day trial or", "role_description": "text", "value": "Start the 30-day trial or", "position": "-391.00;-244.00", "size": "145;17", "children": []}, {"name": null, "role": "AXLink", "description": "purchase a license for as low as $3,9", "role_description": "link", "value": null, "position": "-391.00;-244.00", "size": "247;17", "children": []}, {"name": null, "role": "AXTabGroup", "description": "Overview", "role_description": "tab group", "value": "{\n    \"name\": null,\n    \"role\": \"No role\",\n    \"description\": \"\",\n    \"role_description\": \"\",\n    \"value\": null,\n    \"position\": \"\",\n    \"size\": \"\",\n    \"children\": []\n}", "position": "-391.00;-244.00", "size": "390;439", "children": [{"name": null, "role": "No role", "description": "", "role_description": "", "value": null, "position": "", "size": "", "children": []}, {"name": null, "role": "No role", "description": "", "role_description": "", "value": null, "position": "", "size": "", "children": []}, {"name": null, "role": "No role", "description": "", "role_description": "", "value": null, "position": "", "size": "", "children": []}, {"name": null, "role": "No role", "description": "", "role_description": "", "value": null, "position": "", "size": "", "children": []}, {"name": null, "role": "AXScrollArea", "description": null, "role_description": "scroll area", "value": 0, "position": "-391.00;-244.00", "size": "390;393", "children": [{"name": null, "role": "AXScrollBar", "description": null, "role_description": "scroll bar", "value": 0, "position": "-391.00;-244.00", "size": "14;393", "children": []}, {"name": null, "role": "AXScrollBar", "description": null, "role_description": "scroll bar", "value": 0, "position": "-391.00;-244.00", "size": "0;0", "children": []}, {"name": null, "role": "AXTextField", "description": "text/html", "role_description": "text field", "value": "\nBashSupport Pro is an IDE for advanced Bash, POSIX and Zsh script development – debugger, test runner, powerful editor, refactorings, ShellCheck, shfmt and more.\n manual · quick start · features · bug tracker · free licenses 帮助手册 · 安装指南 · 功能 · 议题追踪 · 免费许可  \nbashdb Debugger: Debug Bash scripts with bashdb on macOS, Linux, and Windows with WSL, Git Bash, or Cygwin (manual).\nbats-core Test Runner: Run bats-core tests on macOS, Linux, and Windows with WSL, Git Bash, or Cygwin (manual).\nRemote Development: Execute and debug shell scripts on remote machines (manual).\nPowerful Run Configurations: Files and script snippet, stdin redirection, control logging, works well on Windows (WSL, Git Bash, Cygwin) and can be shared cross–platform (manual).\nShellCheck Support: ShellCheck is bundled and used to highlight problems in script files (manual).\nshfmt Formatter: shfmt is bundled and used to format script files (manual).\nZsh Support: Powerful editor support, debugging and even remote debugging (manual).\nGoogle Shell Style Guide support: Inspections, quick fixes, and a formatter preset help you follow the Google Shell Style Guide in your Bash scripts (manual).\nGo To Declaration: Supports definitions by assignments, export, typeset, declare, local, getopts, mapfile, read, readonly, select, printf, and coproc. unset is also handled (manual).\nAdvanced Code Completion: it only suggests functions and variables, which are valid at the current position in your script (manual).\nPowerful refactorings: Rename files, functions, variable definitions, and variable references without breaking your scripts. Inline variables, and more.\nFind Usages: Find usages of your functions and variables in your scripts and sourced files (manual).\nQuick Documentation: View documentation of your functions, variables, built-ins (help), and commands (info and man) (manual).\nInspections: Find unresolved references, locate unused global variables, or quickly find variables, which could be local (manual).\nCode Folding: Powerful code folding to help you edit large scripts (manual).\nMulti-File Navigation: All features support sourced files: go to definition, rename, find usages, completions, etc. The shellcheck source= directive is used to support dynamic path values (manual). User-defined shell script libraries and project variables support you with complex setups.\nHelpers: Intentions, inspections, line markers for recursive calls, editor breadcrumbs, navigation bar breadcrumbs, structure view, powerful syntax highlighting, and more.\n  \nSupported language packs:\nSimplified Chinese user interface translation (and English, of course) 简体中文 用户界面支持（当然也支持英语）\n Please refer to bashsupport.com for the complete documentation and an overview of all available features.\nGetting started\nCompatible with JetBrains IDE 2022.1 and later (use version 3.x for older IDEs)\nLaunch the IDE and open the plugin settings at File > Settings > Plugins\nSearch for \"BashSupport Pro\" and install it\nFollow our quick start tutorial for a step-by-step guide with screenshots", "position": "-391.00;-244.00", "size": "374;1804", "children": [{"name": null, "role": "AXTextField", "description": "text/html", "role_description": "text field", "value": null, "position": "-391.00;-244.00", "size": "0;0", "children": []}, {"name": null, "role": "AXTextField", "description": "text/html", "role_description": "text field", "value": null, "position": "-391.00;-244.00", "size": "121;17", "children": []}, {"name": null, "role": "AXTextField", "description": "text/html", "role_description": "text field", "value": null, "position": "-391.00;-244.00", "size": "358;39", "children": []}, {"name": null, "role": "AXTextField", "description": "text/html", "role_description": "text field", "value": null, "position": "-391.00;-244.00", "size": "362;39", "children": []}, {"name": null, "role": "AXTextField", "description": "text/html", "role_description": "text field", "value": null, "position": "-391.00;-244.00", "size": "0;17", "children": []}, {"name": null, "role": "AXTextField", "description": "text/html", "role_description": "text field", "value": null, "position": "-391.00;-244.00", "size": "44;17", "children": []}, {"name": null, "role": "AXTextField", "description": "text/html", "role_description": "text field", "value": null, "position": "-391.00;-244.00", "size": "11;17", "children": []}, {"name": null, "role": "AXTextField", "description": "text/html", "role_description": "text field", "value": null, "position": "-391.00;-244.00", "size": "65;17", "children": []}, {"name": null, "role": "AXTextField", "description": "text/html", "role_description": "text field", "value": null, "position": "-391.00;-244.00", "size": "11;17", "children": []}, {"name": null, "role": "AXTextField", "description": "text/html", "role_description": "text field", "value": null, "position": "-391.00;-244.00", "size": "51;17", "children": []}, {"name": null, "role": "AXTextField", "description": "text/html", "role_description": "text field", "value": null, "position": "-391.00;-244.00", "size": "11;17", "children": []}, {"name": null, "role": "AXTextField", "description": "text/html", "role_description": "text field", "value": null, "position": "-391.00;-244.00", "size": "71;17", "children": []}, {"name": null, "role": "AXTextField", "description": "text/html", "role_description": "text field", "value": null, "position": "-391.00;-244.00", "size": "11;17", "children": []}, {"name": null, "role": "AXTextField", "description": "text/html", "role_description": "text field", "value": null, "position": "-391.00;-244.00", "size": "78;17", "children": []}, {"name": null, "role": "AXTextField", "description": "text/html", "role_description": "text field", "value": null, "position": "-391.00;-244.00", "size": "52;17", "children": []}, {"name": null, "role": "AXTextField", "description": "text/html", "role_description": "text field", "value": null, "position": "-391.00;-244.00", "size": "11;17", "children": []}, {"name": null, "role": "AXTextField", "description": "text/html", "role_description": "text field", "value": null, "position": "-391.00;-244.00", "size": "52;17", "children": []}, {"name": null, "role": "AXTextField", "description": "text/html", "role_description": "text field", "value": null, "position": "-391.00;-244.00", "size": "11;17", "children": []}, {"name": null, "role": "AXTextField", "description": "text/html", "role_description": "text field", "value": null, "position": "-391.00;-244.00", "size": "26;17", "children": []}, {"name": null, "role": "AXTextField", "description": "text/html", "role_description": "text field", "value": null, "position": "-391.00;-244.00", "size": "11;17", "children": []}, {"name": null, "role": "AXTextField", "description": "text/html", "role_description": "text field", "value": null, "position": "-391.00;-244.00", "size": "52;17", "children": []}, {"name": null, "role": "AXTextField", "description": "text/html", "role_description": "text field", "value": null, "position": "-391.00;-244.00", "size": "11;17", "children": []}, {"name": null, "role": "AXTextField", "description": "text/html", "role_description": "text field", "value": null, "position": "-391.00;-244.00", "size": "52;17", "children": []}, {"name": null, "role": "AXTextField", "description": "text/html", "role_description": "text field", "value": null, "position": "-391.00;-244.00", "size": "0;0", "children": []}, {"name": null, "role": "AXTextField", "description": "text/html", "role_description": "text field", "value": null, "position": "-391.00;-244.00", "size": "113;17", "children": []}, {"name": null, "role": "AXTextField", "description": "text/html", "role_description": "text field", "value": null, "position": "-391.00;-244.00", "size": "342;61", "children": []}, {"name": null, "role": "AXTextField", "description": "text/html", "role_description": "text field", "value": null, "position": "-391.00;-244.00", "size": "44;17", "children": []}, {"name": null, "role": "AXTextField", "description": "text/html", "role_description": "text field", "value": null, "position": "-391.00;-244.00", "size": "8;17", "children": []}, {"name": null, "role": "AXTextField", "description": "text/html", "role_description": "text field", "value": null, "position": "-391.00;-244.00", "size": "0;17", "children": []}, {"name": null, "role": "AXTextField", "description": "text/html", "role_description": "text field", "value": null, "position": "-391.00;-244.00", "size": "142;17", "children": []}, {"name": null, "role": "AXTextField", "description": "text/html", "role_description": "text field", "value": null, "position": "-391.00;-244.00", "size": "318;61", "children": []}, {"name": null, "role": "AXTextField", "description": "text/html", "role_description": "text field", "value": null, "position": "-391.00;-244.00", "size": "44;17", "children": []}, {"name": null, "role": "AXTextField", "description": "text/html", "role_description": "text field", "value": null, "position": "-391.00;-244.00", "size": "8;17", "children": []}, {"name": null, "role": "AXTextField", "description": "text/html", "role_description": "text field", "value": null, "position": "-391.00;-244.00", "size": "0;17", "children": []}, {"name": null, "role": "AXTextField", "description": "text/html", "role_description": "text field", "value": null, "position": "-391.00;-244.00", "size": "136;17", "children": []}, {"name": null, "role": "AXTextField", "description": "text/html", "role_description": "text field", "value": null, "position": "-391.00;-244.00", "size": "343;39", "children": []}, {"name": null, "role": "AXTextField", "description": "text/html", "role_description": "text field", "value": null, "position": "-391.00;-244.00", "size": "44;17", "children": []}, {"name": null, "role": "AXTextField", "description": "text/html", "role_description": "text field", "value": null, "position": "-391.00;-244.00", "size": "8;17", "children": []}, {"name": null, "role": "AXTextField", "description": "text/html", "role_description": "text field", "value": null, "position": "-391.00;-244.00", "size": "0;17", "children": []}, {"name": null, "role": "AXTextField", "description": "text/html", "role_description": "text field", "value": null, "position": "-391.00;-244.00", "size": "181;17", "children": []}, {"name": null, "role": "AXTextField", "description": "text/html", "role_description": "text field", "value": null, "position": "-391.00;-244.00", "size": "338;83", "children": []}, {"name": null, "role": "AXTextField", "description": "text/html", "role_description": "text field", "value": null, "position": "-391.00;-244.00", "size": "44;17", "children": []}, {"name": null, "role": "AXTextField", "description": "text/html", "role_description": "text field", "value": null, "position": "-391.00;-244.00", "size": "8;17", "children": []}, {"name": null, "role": "AXTextField", "description": "text/html", "role_description": "text field", "value": null, "position": "-391.00;-244.00", "size": "0;17", "children": []}, {"name": null, "role": "AXTextField", "description": "text/html", "role_description": "text field", "value": null, "position": "-391.00;-244.00", "size": "125;17", "children": []}, {"name": null, "role": "AXTextField", "description": "text/html", "role_description": "text field", "value": null, "position": "-391.00;-244.00", "size": "7;17", "children": []}, {"name": null, "role": "AXTextField", "description": "text/html", "role_description": "text field", "value": null, "position": "-391.00;-244.00", "size": "69;17", "children": []}, {"name": null, "role": "AXTextField", "description": "text/html", "role_description": "text field", "value": null, "position": "-391.00;-244.00", "size": "332;39", "children": []}, {"name": null, "role": "AXTextField", "description": "text/html", "role_description": "text field", "value": null, "position": "-391.00;-244.00", "size": "44;17", "children": []}, {"name": null, "role": "AXTextField", "description": "text/html", "role_description": "text field", "value": null, "position": "-391.00;-244.00", "size": "8;17", "children": []}, {"name": null, "role": "AXTextField", "description": "text/html", "role_description": "text field", "value": null, "position": "-391.00;-244.00", "size": "0;17", "children": []}, {"name": null, "role": "AXTextField", "description": "text/html", "role_description": "text field", "value": null, "position": "-391.00;-244.00", "size": "102;17", "children": []}, {"name": null, "role": "AXTextField", "description": "text/html", "role_description": "text field", "value": null, "position": "-391.00;-244.00", "size": "7;17", "children": []}, {"name": null, "role": "AXTextField", "description": "text/html", "role_description": "text field", "value": null, "position": "-391.00;-244.00", "size": "35;17", "children": []}, {"name": null, "role": "AXTextField", "description": "text/html", "role_description": "text field", "value": null, "position": "-391.00;-244.00", "size": "336;39", "children": []}, {"name": null, "role": "AXTextField", "description": "text/html", "role_description": "text field", "value": null, "position": "-391.00;-244.00", "size": "44;17", "children": []}, {"name": null, "role": "AXTextField", "description": "text/html", "role_description": "text field", "value": null, "position": "-391.00;-244.00", "size": "8;17", "children": []}, {"name": null, "role": "AXTextField", "description": "text/html", "role_description": "text field", "value": null, "position": "-391.00;-244.00", "size": "0;17", "children": []}, {"name": null, "role": "AXTextField", "description": "text/html", "role_description": "text field", "value": null, "position": "-391.00;-244.00", "size": "77;17", "children": []}, {"name": null, "role": "AXTextField", "description": "text/html", "role_description": "text field", "value": null, "position": "-391.00;-244.00", "size": "333;39", "children": []}, {"name": null, "role": "AXTextField", "description": "text/html", "role_description": "text field", "value": null, "position": "-391.00;-244.00", "size": "44;17", "children": []}, {"name": null, "role": "AXTextField", "description": "text/html", "role_description": "text field", "value": null, "position": "-391.00;-244.00", "size": "8;17", "children": []}, {"name": null, "role": "AXTextField", "description": "text/html", "role_description": "text field", "value": null, "position": "-391.00;-244.00", "size": "0;17", "children": []}, {"name": null, "role": "AXTextField", "description": "text/html", "role_description": "text field", "value": null, "position": "-391.00;-244.00", "size": "154;17", "children": []}, {"name": null, "role": "AXTextField", "description": "text/html", "role_description": "text field", "value": null, "position": "-391.00;-244.00", "size": "327;44", "children": []}, {"name": null, "role": "AXTextField", "description": "text/html", "role_description": "text field", "value": null, "position": "-391.00;-244.00", "size": "151;17", "children": []}, {"name": null, "role": "AXTextField", "description": "text/html", "role_description": "text field", "value": null, "position": "-391.00;-244.00", "size": "133;17", "children": []}, {"name": null, "role": "AXTextField", "description": "text/html", "role_description": "text field", "value": null, "position": "-391.00;-244.00", "size": "44;17", "children": []}, {"name": null, "role": "AXTextField", "description": "text/html", "role_description": "text field", "value": null, "position": "-391.00;-244.00", "size": "8;17", "children": []}, {"name": null, "role": "AXTextField", "description": "text/html", "role_description": "text field", "value": null, "position": "-391.00;-244.00", "size": "0;17", "children": []}, {"name": null, "role": "AXTextField", "description": "text/html", "role_description": "text field", "value": null, "position": "-391.00;-244.00", "size": "113;17", "children": []}, {"name": null, "role": "AXTextField", "description": "text/html", "role_description": "text field", "value": null, "position": "-391.00;-244.00", "size": "266;40", "children": []}, {"name": null, "role": "AXTextField", "description": "text/html", "role_description": "text field", "value": null, "position": "-391.00;-244.00", "size": "47;18", "children": []}, {"name": null, "role": "AXTextField", "description": "text/html", "role_description": "text field", "value": null, "position": "-391.00;-244.00", "size": "7;17", "children": []}, {"name": null, "role": "AXTextField", "description": "text/html", "role_description": "text field", "value": null, "position": "-391.00;-244.00", "size": "55;18", "children": []}, {"name": null, "role": "AXTextField", "description": "text/html", "role_description": "text field", "value": null, "position": "-391.00;-244.00", "size": "7;17", "children": []}, {"name": null, "role": "AXTextField", "description": "text/html", "role_description": "text field", "value": null, "position": "-391.00;-244.00", "size": "55;18", "children": []}, {"name": null, "role": "AXTextField", "description": "text/html", "role_description": "text field", "value": null, "position": "-391.00;-244.00", "size": "7;17", "children": []}, {"name": null, "role": "AXTextField", "description": "text/html", "role_description": "text field", "value": null, "position": "-391.00;-244.00", "size": "39;18", "children": []}, {"name": null, "role": "AXTextField", "description": "text/html", "role_description": "text field", "value": null, "position": "-391.00;-244.00", "size": "7;17", "children": []}, {"name": null, "role": "AXTextField", "description": "text/html", "role_description": "text field", "value": null, "position": "-391.00;-244.00", "size": "55;18", "children": []}, {"name": null, "role": "AXTextField", "description": "text/html", "role_description": "text field", "value": null, "position": "-391.00;-244.00", "size": "7;17", "children": []}, {"name": null, "role": "AXTextField", "description": "text/html", "role_description": "text field", "value": null, "position": "-391.00;-244.00", "size": "55;18", "children": []}, {"name": null, "role": "AXTextField", "description": "text/html", "role_description": "text field", "value": null, "position": "-391.00;-244.00", "size": "7;17", "children": []}, {"name": null, "role": "AXTextField", "description": "text/html", "role_description": "text field", "value": null, "position": "-391.00;-244.00", "size": "31;18", "children": []}, {"name": null, "role": "AXTextField", "description": "text/html", "role_description": "text field", "value": null, "position": "-391.00;-244.00", "size": "7;17", "children": []}, {"name": null, "role": "AXTextField", "description": "text/html", "role_description": "text field", "value": null, "position": "-391.00;-244.00", "size": "62;18", "children": []}, {"name": null, "role": "AXTextField", "description": "text/html", "role_description": "text field", "value": null, "position": "-391.00;-244.00", "size": "7;17", "children": []}, {"name": null, "role": "AXTextField", "description": "text/html", "role_description": "text field", "value": null, "position": "-391.00;-244.00", "size": "47;18", "children": []}, {"name": null, "role": "AXTextField", "description": "text/html", "role_description": "text field", "value": null, "position": "-391.00;-244.00", "size": "7;17", "children": []}, {"name": null, "role": "AXTextField", "description": "text/html", "role_description": "text field", "value": null, "position": "-391.00;-244.00", "size": "47;18", "children": []}, {"name": null, "role": "AXTextField", "description": "text/html", "role_description": "text field", "value": null, "position": "-391.00;-244.00", "size": "339;40", "children": []}, {"name": null, "role": "AXTextField", "description": "text/html", "role_description": "text field", "value": null, "position": "-391.00;-244.00", "size": "47;18", "children": []}, {"name": null, "role": "AXTextField", "description": "text/html", "role_description": "text field", "value": null, "position": "-391.00;-244.00", "size": "7;17", "children": []}, {"name": null, "role": "AXTextField", "description": "text/html", "role_description": "text field", "value": null, "position": "-391.00;-244.00", "size": "39;18", "children": []}, {"name": null, "role": "AXTextField", "description": "text/html", "role_description": "text field", "value": null, "position": "-391.00;-244.00", "size": "104;17", "children": []}, {"name": null, "role": "AXTextField", "description": "text/html", "role_description": "text field", "value": null, "position": "-391.00;-244.00", "size": "44;17", "children": []}, {"name": null, "role": "AXTextField", "description": "text/html", "role_description": "text field", "value": null, "position": "-391.00;-244.00", "size": "8;17", "children": []}, {"name": null, "role": "AXTextField", "description": "text/html", "role_description": "text field", "value": null, "position": "-391.00;-244.00", "size": "0;17", "children": []}, {"name": null, "role": "AXTextField", "description": "text/html", "role_description": "text field", "value": null, "position": "-391.00;-244.00", "size": "176;17", "children": []}, {"name": null, "role": "AXTextField", "description": "text/html", "role_description": "text field", "value": null, "position": "-391.00;-244.00", "size": "333;61", "children": []}, {"name": null, "role": "AXTextField", "description": "text/html", "role_description": "text field", "value": null, "position": "-391.00;-244.00", "size": "44;17", "children": []}, {"name": null, "role": "AXTextField", "description": "text/html", "role_description": "text field", "value": null, "position": "-391.00;-244.00", "size": "8;17", "children": []}, {"name": null, "role": "AXTextField", "description": "text/html", "role_description": "text field", "value": null, "position": "-391.00;-244.00", "size": "0;17", "children": []}, {"name": null, "role": "AXTextField", "description": "text/html", "role_description": "text field", "value": null, "position": "-391.00;-244.00", "size": "137;17", "children": []}, {"name": null, "role": "AXTextField", "description": "text/html", "role_description": "text field", "value": null, "position": "-391.00;-244.00", "size": "7;17", "children": []}, {"name": null, "role": "AXTextField", "description": "text/html", "role_description": "text field", "value": null, "position": "-391.00;-244.00", "size": "50;17", "children": []}, {"name": null, "role": "AXTextField", "description": "text/html", "role_description": "text field", "value": null, "position": "-391.00;-244.00", "size": "322;61", "children": []}, {"name": null, "role": "AXTextField", "description": "text/html", "role_description": "text field", "value": null, "position": "-391.00;-244.00", "size": "91;17", "children": []}, {"name": null, "role": "AXTextField", "description": "text/html", "role_description": "text field", "value": null, "position": "-391.00;-244.00", "size": "69;17", "children": []}, {"name": null, "role": "AXTextField", "description": "text/html", "role_description": "text field", "value": null, "position": "-391.00;-244.00", "size": "0;17", "children": []}, {"name": null, "role": "AXTextField", "description": "text/html", "role_description": "text field", "value": null, "position": "-391.00;-244.00", "size": "77;17", "children": []}, {"name": null, "role": "AXTextField", "description": "text/html", "role_description": "text field", "value": null, "position": "-391.00;-244.00", "size": "296;39", "children": []}, {"name": null, "role": "AXTextField", "description": "text/html", "role_description": "text field", "value": null, "position": "-391.00;-244.00", "size": "44;17", "children": []}, {"name": null, "role": "AXTextField", "description": "text/html", "role_description": "text field", "value": null, "position": "-391.00;-244.00", "size": "8;17", "children": []}, {"name": null, "role": "AXTextField", "description": "text/html", "role_description": "text field", "value": null, "position": "-391.00;-244.00", "size": "0;17", "children": []}, {"name": null, "role": "AXTextField", "description": "text/html", "role_description": "text field", "value": null, "position": "-391.00;-244.00", "size": "136;17", "children": []}, {"name": null, "role": "AXTextField", "description": "text/html", "role_description": "text field", "value": null, "position": "-391.00;-244.00", "size": "320;40", "children": []}, {"name": null, "role": "AXTextField", "description": "text/html", "role_description": "text field", "value": null, "position": "-391.00;-244.00", "size": "31;18", "children": []}, {"name": null, "role": "AXTextField", "description": "text/html", "role_description": "text field", "value": null, "position": "-391.00;-244.00", "size": "326;40", "children": []}, {"name": null, "role": "AXTextField", "description": "text/html", "role_description": "text field", "value": null, "position": "-391.00;-244.00", "size": "31;18", "children": []}, {"name": null, "role": "AXTextField", "description": "text/html", "role_description": "text field", "value": null, "position": "-391.00;-244.00", "size": "30;17", "children": []}, {"name": null, "role": "AXTextField", "description": "text/html", "role_description": "text field", "value": null, "position": "-391.00;-244.00", "size": "23;18", "children": []}, {"name": null, "role": "AXTextField", "description": "text/html", "role_description": "text field", "value": null, "position": "-391.00;-244.00", "size": "13;17", "children": []}, {"name": null, "role": "AXTextField", "description": "text/html", "role_description": "text field", "value": null, "position": "-391.00;-244.00", "size": "44;17", "children": []}, {"name": null, "role": "AXTextField", "description": "text/html", "role_description": "text field", "value": null, "position": "-391.00;-244.00", "size": "8;17", "children": []}, {"name": null, "role": "AXTextField", "description": "text/html", "role_description": "text field", "value": null, "position": "-391.00;-244.00", "size": "0;17", "children": []}, {"name": null, "role": "AXTextField", "description": "text/html", "role_description": "text field", "value": null, "position": "-391.00;-244.00", "size": "73;17", "children": []}, {"name": null, "role": "AXTextField", "description": "text/html", "role_description": "text field", "value": null, "position": "-391.00;-244.00", "size": "305;62", "children": []}, {"name": null, "role": "AXTextField", "description": "text/html", "role_description": "text field", "value": null, "position": "-391.00;-244.00", "size": "39;18", "children": []}, {"name": null, "role": "AXTextField", "description": "text/html", "role_description": "text field", "value": null, "position": "-391.00;-244.00", "size": "8;17", "children": []}, {"name": null, "role": "AXTextField", "description": "text/html", "role_description": "text field", "value": null, "position": "-391.00;-244.00", "size": "44;17", "children": []}, {"name": null, "role": "AXTextField", "description": "text/html", "role_description": "text field", "value": null, "position": "-391.00;-244.00", "size": "8;17", "children": []}, {"name": null, "role": "AXTextField", "description": "text/html", "role_description": "text field", "value": null, "position": "-391.00;-244.00", "size": "0;17", "children": []}, {"name": null, "role": "AXTextField", "description": "text/html", "role_description": "text field", "value": null, "position": "-391.00;-244.00", "size": "83;17", "children": []}, {"name": null, "role": "AXTextField", "description": "text/html", "role_description": "text field", "value": null, "position": "-391.00;-244.00", "size": "328;39", "children": []}, {"name": null, "role": "AXTextField", "description": "text/html", "role_description": "text field", "value": null, "position": "-391.00;-244.00", "size": "44;17", "children": []}, {"name": null, "role": "AXTextField", "description": "text/html", "role_description": "text field", "value": null, "position": "-391.00;-244.00", "size": "8;17", "children": []}, {"name": null, "role": "AXTextField", "description": "text/html", "role_description": "text field", "value": null, "position": "-391.00;-244.00", "size": "0;17", "children": []}, {"name": null, "role": "AXTextField", "description": "text/html", "role_description": "text field", "value": null, "position": "-391.00;-244.00", "size": "131;17", "children": []}, {"name": null, "role": "AXTextField", "description": "text/html", "role_description": "text field", "value": null, "position": "-391.00;-244.00", "size": "316;62", "children": []}, {"name": null, "role": "AXTextField", "description": "text/html", "role_description": "text field", "value": null, "position": "-391.00;-244.00", "size": "140;18", "children": []}, {"name": null, "role": "AXTextField", "description": "text/html", "role_description": "text field", "value": null, "position": "-391.00;-244.00", "size": "337;39", "children": []}, {"name": null, "role": "AXTextField", "description": "text/html", "role_description": "text field", "value": null, "position": "-391.00;-244.00", "size": "44;17", "children": []}, {"name": null, "role": "AXTextField", "description": "text/html", "role_description": "text field", "value": null, "position": "-391.00;-244.00", "size": "340;39", "children": []}, {"name": null, "role": "AXTextField", "description": "text/html", "role_description": "text field", "value": null, "position": "-391.00;-244.00", "size": "119;17", "children": []}, {"name": null, "role": "AXTextField", "description": "text/html", "role_description": "text field", "value": null, "position": "-391.00;-244.00", "size": "30;17", "children": []}, {"name": null, "role": "AXTextField", "description": "text/html", "role_description": "text field", "value": null, "position": "-391.00;-244.00", "size": "102;17", "children": []}, {"name": null, "role": "AXTextField", "description": "text/html", "role_description": "text field", "value": null, "position": "-391.00;-244.00", "size": "305;39", "children": []}, {"name": null, "role": "AXTextField", "description": "text/html", "role_description": "text field", "value": null, "position": "-391.00;-244.00", "size": "0;17", "children": []}, {"name": null, "role": "AXTextField", "description": "text/html", "role_description": "text field", "value": null, "position": "-391.00;-244.00", "size": "49;17", "children": []}, {"name": null, "role": "AXTextField", "description": "text/html", "role_description": "text field", "value": null, "position": "-391.00;-244.00", "size": "315;83", "children": []}, {"name": null, "role": "AXTextField", "description": "text/html", "role_description": "text field", "value": null, "position": "-391.00;-244.00", "size": "0;17", "children": []}, {"name": null, "role": "AXTextField", "description": "text/html", "role_description": "text field", "value": null, "position": "-391.00;-244.00", "size": "0;0", "children": []}, {"name": null, "role": "AXTextField", "description": "text/html", "role_description": "text field", "value": null, "position": "-391.00;-244.00", "size": "168;17", "children": []}, {"name": null, "role": "AXTextField", "description": "text/html", "role_description": "text field", "value": null, "position": "-391.00;-244.00", "size": "0;17", "children": []}, {"name": null, "role": "AXTextField", "description": "text/html", "role_description": "text field", "value": null, "position": "-391.00;-244.00", "size": "117;17", "children": []}, {"name": null, "role": "AXTextField", "description": "text/html", "role_description": "text field", "value": null, "position": "-391.00;-244.00", "size": "309;39", "children": []}, {"name": null, "role": "AXTextField", "description": "text/html", "role_description": "text field", "value": null, "position": "-391.00;-244.00", "size": "52;17", "children": []}, {"name": null, "role": "AXTextField", "description": "text/html", "role_description": "text field", "value": null, "position": "-391.00;-244.00", "size": "199;17", "children": []}, {"name": null, "role": "AXTextField", "description": "text/html", "role_description": "text field", "value": null, "position": "-391.00;-244.00", "size": "0;17", "children": []}, {"name": null, "role": "AXTextField", "description": "text/html", "role_description": "text field", "value": null, "position": "-391.00;-244.00", "size": "94;17", "children": []}, {"name": null, "role": "AXTextField", "description": "text/html", "role_description": "text field", "value": null, "position": "-391.00;-244.00", "size": "107;17", "children": []}, {"name": null, "role": "AXTextField", "description": "text/html", "role_description": "text field", "value": null, "position": "-391.00;-244.00", "size": "346;39", "children": []}, {"name": null, "role": "AXTextField", "description": "text/html", "role_description": "text field", "value": null, "position": "-391.00;-244.00", "size": "0;17", "children": []}, {"name": null, "role": "AXTextField", "description": "text/html", "role_description": "text field", "value": null, "position": "-391.00;-244.00", "size": "132;23", "children": []}, {"name": null, "role": "AXTextField", "description": "text/html", "role_description": "text field", "value": null, "position": "-391.00;-244.00", "size": "0;23", "children": []}, {"name": null, "role": "AXTextField", "description": "text/html", "role_description": "text field", "value": null, "position": "-391.00;-244.00", "size": "371;39", "children": []}, {"name": null, "role": "AXTextField", "description": "text/html", "role_description": "text field", "value": null, "position": "-391.00;-244.00", "size": "0;17", "children": []}, {"name": null, "role": "AXTextField", "description": "text/html", "role_description": "text field", "value": null, "position": "-391.00;-244.00", "size": "290;17", "children": []}, {"name": null, "role": "AXTextField", "description": "text/html", "role_description": "text field", "value": null, "position": "-391.00;-244.00", "size": "345;41", "children": []}, {"name": null, "role": "AXTextField", "description": "text/html", "role_description": "text field", "value": null, "position": "-391.00;-244.00", "size": "0;17", "children": []}, {"name": null, "role": "AXTextField", "description": "text/html", "role_description": "text field", "value": null, "position": "-391.00;-244.00", "size": "259;17", "children": []}, {"name": null, "role": "AXTextField", "description": "text/html", "role_description": "text field", "value": null, "position": "-391.00;-244.00", "size": "0;17", "children": []}, {"name": null, "role": "AXTextField", "description": "text/html", "role_description": "text field", "value": null, "position": "-391.00;-244.00", "size": "44;17", "children": []}, {"name": null, "role": "AXTextField", "description": "text/html", "role_description": "text field", "value": null, "position": "-391.00;-244.00", "size": "136;17", "children": []}, {"name": null, "role": "AXTextField", "description": "text/html", "role_description": "text field", "value": null, "position": "-391.00;-244.00", "size": "338;39", "children": []}, {"name": null, "role": "AXTextField", "description": "text/html", "role_description": "text field", "value": null, "position": "-391.00;-244.00", "size": "0;17", "children": []}]}]}]}]}, {"name": null, "role": "AXCheckBox", "description": "Create changelists automatically", "role_description": "checkbox", "value": 0, "position": "-391.00;-244.00", "size": "228;25", "children": []}, {"name": null, "role": "AXCheckBox", "description": "Allow putting changes within one file into different changelists", "role_description": "checkbox", "value": 1, "position": "-391.00;-244.00", "size": "410;25", "children": []}, {"name": null, "role": "AXStaticText", "description": "Inactive Changelist", "role_description": "text", "value": "Inactive Changelist", "position": "-391.00;-244.00", "size": "117;17", "children": []}, {"name": null, "role": "AXCheckBox", "description": "Highlight files from inactive changelists", "role_description": "checkbox", "value": 0, "position": "-391.00;-244.00", "size": "269;25", "children": []}, {"name": null, "role": "AXCheckBox", "description": "Show dialog on attempt to edit file from inactive changelist", "role_description": "checkbox", "value": 0, "position": "-391.00;-244.00", "size": "390;25", "children": []}, {"name": null, "role": "AXStaticText", "description": "When an empty changelist becomes inactive:", "role_description": "text", "value": "When an empty changelist becomes inactive:", "position": "-391.00;-244.00", "size": "278;17", "children": []}, {"name": null, "role": "AXPopUpButton", "description": "When an empty changelist becomes inactive:", "role_description": "pop up button", "value": "Show options", "position": "-391.00;-244.00", "size": "153;34", "children": [{"name": null, "role": "AXPopUpButton", "description": null, "role_description": "pop up button", "value": null, "position": "-391.00;-244.00", "size": "0;0", "children": [{"name": null, "role": "AXMenuItem", "description": null, "role_description": "menu item", "value": null, "position": "-391.00;-244.00", "size": "0;0", "children": [{"name": null, "role": "AXList", "description": "list", "role_description": "list", "value": 0, "position": "-391.00;-244.00", "size": "0;0", "children": [{"name": null, "role": "AXRow", "description": "Show options", "role_description": "row", "value": 0, "position": "-391.00;-244.00", "size": "0;24", "children": [{"name": null, "role": "AXStaticText", "description": "Show options", "role_description": "text", "value": 0, "position": "-391.00;-244.00", "size": "0;24", "children": [{"name": null, "role": "AXStaticText", "description": "Show options", "role_description": "text", "value": "Show options", "position": "-391.00;-244.00", "size": "86;21", "children": []}]}]}, {"name": null, "role": "AXRow", "description": "Do nothing", "role_description": "row", "value": 0, "position": "-391.00;-244.00", "size": "0;24", "children": [{"name": null, "role": "AXStaticText", "description": "Do nothing", "role_description": "text", "value": 0, "position": "-391.00;-244.00", "size": "0;24", "children": [{"name": null, "role": "AXStaticText", "description": "Do nothing", "role_description": "text", "value": "Do nothing", "position": "-391.00;-244.00", "size": "86;21", "children": []}]}]}, {"name": null, "role": "AXRow", "description": "Remove silently", "role_description": "row", "value": 0, "position": "-391.00;-244.00", "size": "0;24", "children": [{"name": null, "role": "AXStaticText", "description": "Remove silently", "role_description": "text", "value": 0, "position": "-391.00;-244.00", "size": "0;24", "children": [{"name": null, "role": "AXStaticText", "description": "Remove silently", "role_description": "text", "value": "Remove silently", "position": "-391.00;-244.00", "size": "86;21", "children": []}]}]}]}, {"name": null, "role": "AXScrollBar", "description": null, "role_description": "scroll bar", "value": 0, "position": "-391.00;-244.00", "size": "0;0", "children": []}]}]}]}, {"name": null, "role": "AXStaticText", "description": "Conflicts", "role_description": "text", "value": "Conflicts", "position": "-391.00;-244.00", "size": "54;17", "children": []}, {"name": null, "role": "AXCheckBox", "description": "Highlight files with changelist conflicts", "role_description": "checkbox", "value": 1, "position": "-391.00;-244.00", "size": "264;25", "children": []}, {"name": null, "role": "AXStaticText", "description": "Files with ignored conflicts:", "role_description": "text", "value": "Files with ignored conflicts:", "position": "-391.00;-244.00", "size": "168;17", "children": []}, {"name": null, "role": "AXScrollArea", "description": null, "role_description": "scroll area", "value": 0, "position": "-391.00;-244.00", "size": "655;219", "children": [{"name": null, "role": "AXList", "description": "list", "role_description": "list", "value": 0, "position": "-391.00;-244.00", "size": "653;217", "children": []}, {"name": null, "role": "AXScrollBar", "description": null, "role_description": "scroll bar", "value": 0, "position": "-391.00;-244.00", "size": "0;0", "children": []}, {"name": null, "role": "AXScrollBar", "description": null, "role_description": "scroll bar", "value": 0, "position": "-391.00;-244.00", "size": "0;0", "children": []}]}, {"name": null, "role": "AXButton", "description": "Clear", "role_description": "button", "value": null, "position": "-391.00;-244.00", "size": "78;34", "children": []}, {"name": null, "role": "AXScrollArea", "description": null, "role_description": "scroll area", "value": 0, "position": "-391.00;-244.00", "size": "711;600", "children": [{"name": null, "role": "AXStaticText", "description": "Configure the settings related to version control used in your project", "role_description": "text", "value": "Configure the settings related to version control used in your project", "position": "-391.00;-244.00", "size": "421;17", "children": []}, {"name": null, "role": "AXLink", "description": "Changelists", "role_description": "link", "value": null, "position": "-391.00;-244.00", "size": "74;17", "children": []}, {"name": null, "role": "AXLink", "description": "Commit", "role_description": "link", "value": null, "position": "-391.00;-244.00", "size": "50;17", "children": []}, {"name": null, "role": "AXLink", "description": "Confirmation", "role_description": "link", "value": null, "position": "-391.00;-244.00", "size": "81;17", "children": []}, {"name": null, "role": "AXLink", "description": "Directory Mappings", "role_description": "link", "value": null, "position": "-391.00;-244.00", "size": "122;17", "children": []}, {"name": null, "role": "AXLink", "description": "File Status Colors", "role_description": "link", "value": null, "position": "-391.00;-244.00", "size": "110;17", "children": []}, {"name": null, "role": "AXLink", "description": "Issue Navigation", "role_description": "link", "value": null, "position": "-391.00;-244.00", "size": "104;17", "children": []}, {"name": null, "role": "AXLink", "description": "Shelf", "role_description": "link", "value": null, "position": "-391.00;-244.00", "size": "33;17", "children": []}, {"name": null, "role": "AXLink", "description": "Git", "role_description": "link", "value": null, "position": "-391.00;-244.00", "size": "19;17", "children": []}, {"name": null, "role": "AXLink", "description": "GitHub", "role_description": "link", "value": null, "position": "-391.00;-244.00", "size": "45;17", "children": []}, {"name": null, "role": "AXLink", "description": "GitLab", "role_description": "link", "value": null, "position": "-391.00;-244.00", "size": "42;17", "children": []}, {"name": null, "role": "AXLink", "description": "Mercurial", "role_description": "link", "value": null, "position": "-391.00;-244.00", "size": "59;17", "children": []}, {"name": null, "role": "AXLink", "description": "Subversion", "role_description": "link", "value": null, "position": "-391.00;-244.00", "size": "71;17", "children": []}, {"name": null, "role": "AXScrollBar", "description": null, "role_description": "scroll bar", "value": 0, "position": "-391.00;-244.00", "size": "0;0", "children": []}, {"name": null, "role": "AXScrollBar", "description": null, "role_description": "scroll bar", "value": 0, "position": "-391.00;-244.00", "size": "0;0", "children": []}]}, {"name": null, "role": "AXScrollArea", "description": null, "role_description": "scroll area", "value": 0, "position": "-391.00;-244.00", "size": "711;600", "children": [{"name": null, "role": "AXScrollBar", "description": null, "role_description": "scroll bar", "value": 0, "position": "-391.00;-244.00", "size": "0;0", "children": []}, {"name": null, "role": "AXScrollBar", "description": null, "role_description": "scroll bar", "value": 0, "position": "-391.00;-244.00", "size": "0;0", "children": []}, {"name": null, "role": "AXCheckBox", "description": "Use non-modal commit interface", "role_description": "checkbox", "value": 1, "position": "-391.00;-244.00", "size": "230;25", "children": []}, {"name": null, "role": "AXTextField", "description": "text/html", "role_description": "text field", "value": "\nApplies to projects under Git and Mercurial", "position": "-391.00;-244.00", "size": "243;15", "children": [{"name": null, "role": "AXTextField", "description": "text/html", "role_description": "text field", "value": null, "position": "-391.00;-244.00", "size": "0;0", "children": []}, {"name": null, "role": "AXTextField", "description": "text/html", "role_description": "text field", "value": null, "position": "-391.00;-244.00", "size": "243;15", "children": []}, {"name": null, "role": "AXTextField", "description": "text/html", "role_description": "text field", "value": null, "position": "-391.00;-244.00", "size": "0;15", "children": []}]}, {"name": null, "role": "AXCheckBox", "description": "Clear initial commit message", "role_description": "checkbox", "value": 0, "position": "-391.00;-244.00", "size": "204;25", "children": []}, {"name": null, "role": "AXStaticText", "description": "Commit Message Inspections", "role_description": "text", "value": "Commit Message Inspections", "position": "-391.00;-244.00", "size": "181;17", "children": []}, {"name": null, "role": "AXTable", "description": "table", "role_description": "table", "value": 0, "position": "-391.00;-244.00", "size": "324;120", "children": [{"name": null, "role": "AXRow", "description": "Blank line between subject and body, 0, 0", "role_description": "row", "value": 0, "position": "-391.00;-244.00", "size": "324;24", "children": [{"name": null, "role": "AXCell", "description": "Blank line between subject and body", "role_description": "cell", "value": 0, "position": "-391.00;-244.00", "size": "264;24", "children": [{"name": null, "role": "AXStaticText", "description": "Blank line between subject and body", "role_description": "text", "value": 0, "position": "-391.00;-244.00", "size": "264;24", "children": []}]}, {"name": null, "role": "AXCell", "description": null, "role_description": "cell", "value": 0, "position": "-391.00;-244.00", "size": "22;24", "children": [{"name": null, "role": "AXStaticText", "description": null, "role_description": "text", "value": 0, "position": "-391.00;-244.00", "size": "22;24", "children": []}]}, {"name": null, "role": "AXCell", "description": null, "role_description": "cell", "value": 0, "position": "-391.00;-244.00", "size": "38;24", "children": [{"name": null, "role": "AXCheckBox", "description": null, "role_description": "checkbox", "value": 0, "position": "-391.00;-244.00", "size": "38;24", "children": []}]}]}, {"name": null, "role": "AXRow", "description": "Limit body line, 0, 0", "role_description": "row", "value": 0, "position": "-391.00;-244.00", "size": "324;24", "children": [{"name": null, "role": "AXCell", "description": "Limit body line", "role_description": "cell", "value": 0, "position": "-391.00;-244.00", "size": "264;24", "children": [{"name": null, "role": "AXStaticText", "description": "Limit body line", "role_description": "text", "value": 0, "position": "-391.00;-244.00", "size": "264;24", "children": []}]}, {"name": null, "role": "AXCell", "description": null, "role_description": "cell", "value": 0, "position": "-391.00;-244.00", "size": "22;24", "children": [{"name": null, "role": "AXStaticText", "description": null, "role_description": "text", "value": 0, "position": "-391.00;-244.00", "size": "22;24", "children": []}]}, {"name": null, "role": "AXCell", "description": null, "role_description": "cell", "value": 0, "position": "-391.00;-244.00", "size": "38;24", "children": [{"name": null, "role": "AXCheckBox", "description": null, "role_description": "checkbox", "value": 0, "position": "-391.00;-244.00", "size": "38;24", "children": []}]}]}, {"name": null, "role": "AXRow", "description": "Limit subject line, 0, 0", "role_description": "row", "value": 0, "position": "-391.00;-244.00", "size": "324;24", "children": [{"name": null, "role": "AXCell", "description": "Limit subject line", "role_description": "cell", "value": 0, "position": "-391.00;-244.00", "size": "264;24", "children": [{"name": null, "role": "AXStaticText", "description": "Limit subject line", "role_description": "text", "value": 0, "position": "-391.00;-244.00", "size": "264;24", "children": []}]}, {"name": null, "role": "AXCell", "description": null, "role_description": "cell", "value": 0, "position": "-391.00;-244.00", "size": "22;24", "children": [{"name": null, "role": "AXStaticText", "description": null, "role_description": "text", "value": 0, "position": "-391.00;-244.00", "size": "22;24", "children": []}]}, {"name": null, "role": "AXCell", "description": null, "role_description": "cell", "value": 0, "position": "-391.00;-244.00", "size": "38;24", "children": [{"name": null, "role": "AXCheckBox", "description": null, "role_description": "checkbox", "value": 0, "position": "-391.00;-244.00", "size": "38;24", "children": []}]}]}, {"name": null, "role": "AXRow", "description": "Spelling, 0, 1", "role_description": "row", "value": 0, "position": "-391.00;-244.00", "size": "324;24", "children": [{"name": null, "role": "AXCell", "description": "Spelling", "role_description": "cell", "value": 0, "position": "-391.00;-244.00", "size": "264;24", "children": [{"name": null, "role": "AXStaticText", "description": "Spelling", "role_description": "text", "value": 0, "position": "-391.00;-244.00", "size": "264;24", "children": []}]}, {"name": null, "role": "AXCell", "description": null, "role_description": "cell", "value": 0, "position": "-391.00;-244.00", "size": "22;24", "children": [{"name": null, "role": "AXStaticText", "description": null, "role_description": "text", "value": 0, "position": "-391.00;-244.00", "size": "22;24", "children": []}]}, {"name": null, "role": "AXCell", "description": null, "role_description": "cell", "value": 1, "position": "-391.00;-244.00", "size": "38;24", "children": [{"name": null, "role": "AXCheckBox", "description": null, "role_description": "checkbox", "value": 1, "position": "-391.00;-244.00", "size": "38;24", "children": []}]}]}]}, {"name": null, "role": "AXStaticText", "description": "Before Commit", "role_description": "text", "value": "Before Commit", "position": "-391.00;-244.00", "size": "92;17", "children": []}, {"name": null, "role": "AXCheckBox", "description": "Reformat code", "role_description": "checkbox", "value": 0, "position": "-391.00;-244.00", "size": "119;25", "children": []}, {"name": null, "role": "AXCheckBox", "description": "Rearrange code", "role_description": "checkbox", "value": 0, "position": "-391.00;-244.00", "size": "126;25", "children": []}, {"name": null, "role": "AXCheckBox", "description": "Optimize imports", "role_description": "checkbox", "value": 0, "position": "-391.00;-244.00", "size": "133;25", "children": []}, {"name": null, "role": "AXCheckBox", "description": "Analyze code", "role_description": "checkbox", "value": 0, "position": "-391.00;-244.00", "size": "111;25", "children": []}, {"name": null, "role": "AXLink", "description": "Choose profile", "role_description": "link", "value": null, "position": "-391.00;-244.00", "size": "90;17", "children": []}, {"name": null, "role": "AXCheckBox", "description": "Check TODO", "role_description": "checkbox", "value": 1, "position": "-391.00;-244.00", "size": "108;25", "children": []}, {"name": null, "role": "AXLink", "description": "Configure", "role_description": "link", "value": null, "position": "-391.00;-244.00", "size": "60;17", "children": []}, {"name": null, "role": "AXCheckBox", "description": "Cleanup", "role_description": "checkbox", "value": 0, "position": "-391.00;-244.00", "size": "79;25", "children": []}, {"name": null, "role": "AXLink", "description": "Choose profile", "role_description": "link", "value": null, "position": "-391.00;-244.00", "size": "90;17", "children": []}, {"name": null, "role": "AXCheckBox", "description": "Update copyright", "role_description": "checkbox", "value": 0, "position": "-391.00;-244.00", "size": "135;25", "children": []}, {"name": null, "role": "AXCheckBox", "description": "Run Tests", "role_description": "checkbox", "value": 0, "position": "-391.00;-244.00", "size": "89;25", "children": []}, {"name": null, "role": "AXLink", "description": "Choose configuration", "role_description": "link", "value": null, "position": "-391.00;-244.00", "size": "132;17", "children": []}, {"name": null, "role": "AXCheckBox", "description": "Check malicious dependencies", "role_description": "checkbox", "value": 0, "position": "-391.00;-244.00", "size": "218;25", "children": []}]}, {"name": null, "role": "AXScrollArea", "description": null, "role_description": "scroll area", "value": 0, "position": "-391.00;-244.00", "size": "711;600", "children": [{"name": null, "role": "AXScrollBar", "description": null, "role_description": "scroll bar", "value": 0, "position": "-391.00;-244.00", "size": "14;600", "children": []}, {"name": null, "role": "AXScrollBar", "description": null, "role_description": "scroll bar", "value": 0, "position": "-391.00;-244.00", "size": "0;0", "children": []}, {"name": null, "role": "AXStaticText", "description": "Confirmation", "role_description": "text", "value": "Confirmation", "position": "-391.00;-244.00", "size": "79;17", "children": []}, {"name": null, "role": "AXStaticText", "description": "When files are created:", "role_description": "text", "value": "When files are created:", "position": "-391.00;-244.00", "size": "142;17", "children": []}, {"name": null, "role": "AXPopUpButton", "description": "Applicable to Subversion", "role_description": "pop up button", "value": "Ask", "position": "-391.00;-244.00", "size": "128;34", "children": [{"name": null, "role": "AXPopUpButton", "description": null, "role_description": "pop up button", "value": null, "position": "-391.00;-244.00", "size": "0;0", "children": [{"name": null, "role": "AXMenuItem", "description": null, "role_description": "menu item", "value": null, "position": "-391.00;-244.00", "size": "0;0", "children": [{"name": null, "role": "AXList", "description": "list", "role_description": "list", "value": 0, "position": "-391.00;-244.00", "size": "0;0", "children": [{"name": null, "role": "AXRow", "description": "Ask", "role_description": "row", "value": 0, "position": "-391.00;-244.00", "size": "0;24", "children": [{"name": null, "role": "AXStaticText", "description": "Ask", "role_description": "text", "value": 0, "position": "-391.00;-244.00", "size": "0;24", "children": [{"name": null, "role": "AXStaticText", "description": "Ask", "role_description": "text", "value": "Ask", "position": "-391.00;-244.00", "size": "25;21", "children": []}]}]}, {"name": null, "role": "AXRow", "description": "Do not add", "role_description": "row", "value": 0, "position": "-391.00;-244.00", "size": "0;24", "children": [{"name": null, "role": "AXStaticText", "description": "Do not add", "role_description": "text", "value": 0, "position": "-391.00;-244.00", "size": "0;24", "children": [{"name": null, "role": "AXStaticText", "description": "Do not add", "role_description": "text", "value": "Do not add", "position": "-391.00;-244.00", "size": "25;21", "children": []}]}]}, {"name": null, "role": "AXRow", "description": "Add silently", "role_description": "row", "value": 0, "position": "-391.00;-244.00", "size": "0;24", "children": [{"name": null, "role": "AXStaticText", "description": "Add silently", "role_description": "text", "value": 0, "position": "-391.00;-244.00", "size": "0;24", "children": [{"name": null, "role": "AXStaticText", "description": "Add silently", "role_description": "text", "value": "Add silently", "position": "-391.00;-244.00", "size": "25;21", "children": []}]}]}]}, {"name": null, "role": "AXScrollBar", "description": null, "role_description": "scroll bar", "value": 0, "position": "-391.00;-244.00", "size": "0;0", "children": []}]}]}]}, {"name": null, "role": "AXCheckBox", "description": "Apply to files created outside PyCharm", "role_description": "checkbox", "value": 0, "position": "-391.00;-244.00", "size": "268;25", "children": []}, {"name": null, "role": "AXStaticText", "description": "When files are deleted:", "role_description": "text", "value": "When files are deleted:", "position": "-391.00;-244.00", "size": "141;17", "children": []}, {"name": null, "role": "AXPopUpButton", "description": "Applicable to Subversion", "role_description": "pop up button", "value": "Ask", "position": "-391.00;-244.00", "size": "153;34", "children": [{"name": null, "role": "AXPopUpButton", "description": null, "role_description": "pop up button", "value": null, "position": "-391.00;-244.00", "size": "0;0", "children": [{"name": null, "role": "AXMenuItem", "description": null, "role_description": "menu item", "value": null, "position": "-391.00;-244.00", "size": "0;0", "children": [{"name": null, "role": "AXList", "description": "list", "role_description": "list", "value": 0, "position": "-391.00;-244.00", "size": "0;0", "children": [{"name": null, "role": "AXRow", "description": "Ask", "role_description": "row", "value": 0, "position": "-391.00;-244.00", "size": "0;24", "children": [{"name": null, "role": "AXStaticText", "description": "Ask", "role_description": "text", "value": 0, "position": "-391.00;-244.00", "size": "0;24", "children": [{"name": null, "role": "AXStaticText", "description": "Ask", "role_description": "text", "value": "Ask", "position": "-391.00;-244.00", "size": "25;21", "children": []}]}]}, {"name": null, "role": "AXRow", "description": "Do not remove", "role_description": "row", "value": 0, "position": "-391.00;-244.00", "size": "0;24", "children": [{"name": null, "role": "AXStaticText", "description": "Do not remove", "role_description": "text", "value": 0, "position": "-391.00;-244.00", "size": "0;24", "children": [{"name": null, "role": "AXStaticText", "description": "Do not remove", "role_description": "text", "value": "Do not remove", "position": "-391.00;-244.00", "size": "25;21", "children": []}]}]}, {"name": null, "role": "AXRow", "description": "Remove silently", "role_description": "row", "value": 0, "position": "-391.00;-244.00", "size": "0;24", "children": [{"name": null, "role": "AXStaticText", "description": "Remove silently", "role_description": "text", "value": 0, "position": "-391.00;-244.00", "size": "0;24", "children": [{"name": null, "role": "AXStaticText", "description": "Remove silently", "role_description": "text", "value": "Remove silently", "position": "-391.00;-244.00", "size": "25;21", "children": []}]}]}]}, {"name": null, "role": "AXScrollBar", "description": null, "role_description": "scroll bar", "value": 0, "position": "-391.00;-244.00", "size": "0;0", "children": []}]}]}]}, {"name": null, "role": "AXStaticText", "description": "Show options before:", "role_description": "text", "value": "Show options before:", "position": "-391.00;-244.00", "size": "131;17", "children": []}, {"name": null, "role": "AXCheckBox", "description": "Add", "role_description": "checkbox", "value": 1, "position": "-391.00;-244.00", "size": "0;0", "children": []}, {"name": null, "role": "AXCheckBox", "description": "Remove", "role_description": "checkbox", "value": 1, "position": "-391.00;-244.00", "size": "0;0", "children": []}, {"name": null, "role": "AXCheckBox", "description": "Checkout", "role_description": "checkbox", "value": 1, "position": "-391.00;-244.00", "size": "87;25", "children": []}, {"name": null, "role": "AXCheckBox", "description": "Update", "role_description": "checkbox", "value": 1, "position": "-391.00;-244.00", "size": "73;25", "children": []}, {"name": null, "role": "AXCheckBox", "description": "Status", "role_description": "checkbox", "value": 1, "position": "-391.00;-244.00", "size": "0;0", "children": []}, {"name": null, "role": "AXCheckBox", "description": "Edit", "role_description": "checkbox", "value": 1, "position": "-391.00;-244.00", "size": "0;0", "children": []}, {"name": null, "role": "AXCheckBox", "description": "Ask to unlock files set to read-only if you attempt to edit them", "role_description": "checkbox", "value": 1, "position": "-391.00;-244.00", "size": "409;25", "children": []}, {"name": null, "role": "AXTextField", "description": "text/html", "role_description": "text field", "value": "\nApplicable to Subversion", "position": "-391.00;-244.00", "size": "141;15", "children": [{"name": null, "role": "AXTextField", "description": "text/html", "role_description": "text field", "value": null, "position": "-391.00;-244.00", "size": "0;0", "children": []}, {"name": null, "role": "AXTextField", "description": "text/html", "role_description": "text field", "value": null, "position": "-391.00;-244.00", "size": "141;15", "children": []}, {"name": null, "role": "AXTextField", "description": "text/html", "role_description": "text field", "value": null, "position": "-391.00;-244.00", "size": "0;15", "children": []}]}, {"name": null, "role": "AXCheckBox", "description": "Ask for confirmation to drop commits", "role_description": "checkbox", "value": 1, "position": "-391.00;-244.00", "size": "257;25", "children": []}, {"name": null, "role": "AXTextField", "description": "text/html", "role_description": "text field", "value": "\nApplicable to Git", "position": "-391.00;-244.00", "size": "94;15", "children": [{"name": null, "role": "AXTextField", "description": "text/html", "role_description": "text field", "value": null, "position": "-391.00;-244.00", "size": "0;0", "children": []}, {"name": null, "role": "AXTextField", "description": "text/html", "role_description": "text field", "value": null, "position": "-391.00;-244.00", "size": "94;15", "children": []}, {"name": null, "role": "AXTextField", "description": "text/html", "role_description": "text field", "value": null, "position": "-391.00;-244.00", "size": "0;15", "children": []}]}, {"name": null, "role": "AXStaticText", "description": "Changes", "role_description": "text", "value": "Changes", "position": "-391.00;-244.00", "size": "54;17", "children": []}, {"name": null, "role": "AXCheckBox", "description": "Check for conflicts with the server every", "role_description": "checkbox", "value": 0, "position": "-391.00;-244.00", "size": "278;25", "children": []}, {"name": null, "role": "AXIncrementor", "description": null, "role_description": "stepper", "value": 60, "position": "-391.00;-244.00", "size": "99;34", "children": [{"name": null, "role": "AXTextField", "description": null, "role_description": "text field", "value": "60", "position": "-391.00;-244.00", "size": "55;21", "children": []}]}, {"name": null, "role": "AXStaticText", "description": "minutes", "role_description": "text", "value": "minutes", "position": "-391.00;-244.00", "size": "49;17", "children": []}, {"name": null, "role": "AXCheckBox", "description": "Highlight files changed in the last", "role_description": "checkbox", "value": 0, "position": "-391.00;-244.00", "size": "232;25", "children": []}, {"name": null, "role": "AXIncrementor", "description": null, "role_description": "stepper", "value": 31, "position": "-391.00;-244.00", "size": "88;34", "children": [{"name": null, "role": "AXTextField", "description": null, "role_description": "text field", "value": "31", "position": "-391.00;-244.00", "size": "44;21", "children": []}]}, {"name": null, "role": "AXStaticText", "description": "days", "role_description": "text", "value": "days", "position": "-391.00;-244.00", "size": "29;17", "children": []}, {"name": null, "role": "AXTextField", "description": "text/html", "role_description": "text field", "value": "\nModified files will be highlighted in the external stack trace and while debugging.", "position": "-391.00;-244.00", "size": "560;15", "children": [{"name": null, "role": "AXTextField", "description": "text/html", "role_description": "text field", "value": null, "position": "-391.00;-244.00", "size": "0;0", "children": []}, {"name": null, "role": "AXTextField", "description": "text/html", "role_description": "text field", "value": null, "position": "-391.00;-244.00", "size": "458;15", "children": []}, {"name": null, "role": "AXTextField", "description": "text/html", "role_description": "text field", "value": null, "position": "-391.00;-244.00", "size": "0;15", "children": []}]}, {"name": null, "role": "AXCheckBox", "description": "Highlight directories that contain modified files in the Project tree", "role_description": "checkbox", "value": 0, "position": "-391.00;-244.00", "size": "429;25", "children": []}, {"name": null, "role": "AXStaticText", "description": "When patch is created:", "role_description": "text", "value": "When patch is created:", "position": "-391.00;-244.00", "size": "142;17", "children": []}, {"name": null, "role": "AXPopUpButton", "description": "When patch is created:", "role_description": "pop up button", "value": "Ask", "position": "-391.00;-244.00", "size": "156;34", "children": [{"name": null, "role": "AXPopUpButton", "description": null, "role_description": "pop up button", "value": null, "position": "-391.00;-244.00", "size": "0;0", "children": [{"name": null, "role": "AXMenuItem", "description": null, "role_description": "menu item", "value": null, "position": "-391.00;-244.00", "size": "0;0", "children": [{"name": null, "role": "AXList", "description": "list", "role_description": "list", "value": 0, "position": "-391.00;-244.00", "size": "0;0", "children": [{"name": null, "role": "AXRow", "description": "Ask", "role_description": "row", "value": 0, "position": "-391.00;-244.00", "size": "0;24", "children": [{"name": null, "role": "AXStaticText", "description": "Ask", "role_description": "text", "value": 0, "position": "-391.00;-244.00", "size": "0;24", "children": []}]}, {"name": null, "role": "AXRow", "description": "Do nothing", "role_description": "row", "value": 0, "position": "-391.00;-244.00", "size": "0;24", "children": [{"name": null, "role": "AXStaticText", "description": "Do nothing", "role_description": "text", "value": 0, "position": "-391.00;-244.00", "size": "0;24", "children": []}]}, {"name": null, "role": "AXRow", "description": "Show in Finder", "role_description": "row", "value": 0, "position": "-391.00;-244.00", "size": "0;24", "children": [{"name": null, "role": "AXStaticText", "description": "Show in Finder", "role_description": "text", "value": 0, "position": "-391.00;-244.00", "size": "0;24", "children": []}]}]}, {"name": null, "role": "AXScrollBar", "description": null, "role_description": "scroll bar", "value": 0, "position": "-391.00;-244.00", "size": "0;0", "children": []}]}]}]}, {"name": null, "role": "AXCheckBox", "description": "Restore workspace when switching branches", "role_description": "checkbox", "value": 1, "position": "-391.00;-244.00", "size": "307;25", "children": []}, {"name": null, "role": "AXTextField", "description": "text/html", "role_description": "text field", "value": "\nA workspace is a set of opened files, the current run configuration and breakpoints associated with a branch.", "position": "-391.00;-244.00", "size": "560;30", "children": [{"name": null, "role": "AXTextField", "description": "text/html", "role_description": "text field", "value": null, "position": "-391.00;-244.00", "size": "0;0", "children": []}, {"name": null, "role": "AXTextField", "description": "text/html", "role_description": "text field", "value": null, "position": "-391.00;-244.00", "size": "538;30", "children": []}, {"name": null, "role": "AXTextField", "description": "text/html", "role_description": "text field", "value": null, "position": "-391.00;-244.00", "size": "0;15", "children": []}]}, {"name": null, "role": "AXCheckBox", "description": "Limit history to", "role_description": "checkbox", "value": 1, "position": "-391.00;-244.00", "size": "119;25", "children": []}, {"name": null, "role": "AXIncrementor", "description": null, "role_description": "stepper", "value": 1000, "position": "-391.00;-244.00", "size": "121;34", "children": [{"name": null, "role": "AXTextField", "description": null, "role_description": "text field", "value": "1000", "position": "-391.00;-244.00", "size": "77;21", "children": []}]}, {"name": null, "role": "AXStaticText", "description": "rows", "role_description": "text", "value": "rows", "position": "-391.00;-244.00", "size": "30;17", "children": []}, {"name": null, "role": "AXStaticText", "description": "Gutter", "role_description": "text", "value": "Gutter", "position": "-391.00;-244.00", "size": "39;17", "children": []}, {"name": null, "role": "AXCheckBox", "description": "Highlight modified lines in the gutter", "role_description": "checkbox", "value": 1, "position": "-391.00;-244.00", "size": "251;25", "children": []}, {"name": null, "role": "AXCheckBox", "description": "Highlight modified lines in error stripe on the scrollbar", "role_description": "checkbox", "value": 1, "position": "-391.00;-244.00", "size": "358;25", "children": []}, {"name": null, "role": "AXCheckBox", "description": "Highlight lines with whitespace-only modifications with a different color", "role_description": "checkbox", "value": 1, "position": "-391.00;-244.00", "size": "468;25", "children": []}]}, {"name": null, "role": "AXScrollArea", "description": null, "role_description": "scroll area", "value": 0, "position": "-391.00;-244.00", "size": "711;600", "children": [{"name": null, "role": "AXScrollBar", "description": null, "role_description": "scroll bar", "value": 0, "position": "-391.00;-244.00", "size": "0;0", "children": []}, {"name": null, "role": "AXScrollBar", "description": null, "role_description": "scroll bar", "value": 0, "position": "-391.00;-244.00", "size": "0;0", "children": []}, {"name": null, "role": "AXScrollArea", "description": null, "role_description": "scroll area", "value": 0, "position": "-391.00;-244.00", "size": "667;520", "children": [{"name": null, "role": "AXTable", "description": "table", "role_description": "table", "value": 0, "position": "-391.00;-244.00", "size": "667;495", "children": []}, {"name": null, "role": "AXScrollBar", "description": null, "role_description": "scroll bar", "value": 0, "position": "-391.00;-244.00", "size": "0;0", "children": []}, {"name": null, "role": "AXScrollBar", "description": null, "role_description": "scroll bar", "value": 0, "position": "-391.00;-244.00", "size": "0;0", "children": []}, {"name": null, "role": "AXStaticText", "description": "Directory", "role_description": "text", "value": "Directory", "position": "-391.00;-244.00", "size": "582;0", "children": []}, {"name": null, "role": "AXStaticText", "description": "VCS", "role_description": "text", "value": "VCS", "position": "-391.00;-244.00", "size": "85;0", "children": []}]}, {"name": null, "role": "AXGroup", "description": "Action Toolbar", "role_description": "group", "value": 0, "position": "-391.00;-244.00", "size": "667;24", "children": [{"name": null, "role": "AXButton", "description": "Add", "role_description": "button", "value": null, "position": "-391.00;-244.00", "size": "26;24", "children": []}, {"name": null, "role": "AXButton", "description": "Remove", "role_description": "button", "value": null, "position": "-391.00;-244.00", "size": "26;24", "children": []}, {"name": null, "role": "AXButton", "description": "Edit", "role_description": "button", "value": null, "position": "-391.00;-244.00", "size": "26;24", "children": []}]}, {"name": null, "role": "AXStaticText", "description": "<Project> - Content roots of all modules, all immediate descendants of project base directory, and .idea directory contents", "role_description": "text", "value": "<Project> - Content roots of all modules, all immediate descendants of project base directory, and .idea directory contents", "position": "-391.00;-244.00", "size": "669;18", "children": []}]}, {"name": null, "role": "AXScrollArea", "description": null, "role_description": "scroll area", "value": 0, "position": "-391.00;-244.00", "size": "250;551", "children": [{"name": null, "role": "AXScrollBar", "description": null, "role_description": "scroll bar", "value": 0, "position": "-391.00;-244.00", "size": "14;549", "children": []}, {"name": null, "role": "AXScrollBar", "description": null, "role_description": "scroll bar", "value": 0, "position": "-391.00;-244.00", "size": "0;0", "children": []}, {"name": null, "role": "AXTable", "description": "table", "role_description": "table", "value": 0, "position": "-391.00;-244.00", "size": "248;550", "children": [{"name": null, "role": "AXRow", "description": "* , Added", "role_description": "row", "value": 0, "position": "-391.00;-244.00", "size": "248;22", "children": [{"name": null, "role": "AXCell", "description": "* ", "role_description": "cell", "value": 0, "position": "-391.00;-244.00", "size": "15;22", "children": [{"name": null, "role": "AXStaticText", "description": "* ", "role_description": "text", "value": 0, "position": "-391.00;-244.00", "size": "15;22", "children": []}]}, {"name": null, "role": "AXCell", "description": "Added", "role_description": "cell", "value": 0, "position": "-391.00;-244.00", "size": "233;22", "children": [{"name": null, "role": "AXStaticText", "description": "Added", "role_description": "text", "value": 0, "position": "-391.00;-244.00", "size": "233;22", "children": []}]}]}, {"name": null, "role": "AXRow", "description": "* , Added in not active changelist", "role_description": "row", "value": 0, "position": "-391.00;-244.00", "size": "248;22", "children": [{"name": null, "role": "AXCell", "description": "* ", "role_description": "cell", "value": 0, "position": "-391.00;-244.00", "size": "15;22", "children": [{"name": null, "role": "AXStaticText", "description": "* ", "role_description": "text", "value": 0, "position": "-391.00;-244.00", "size": "15;22", "children": []}]}, {"name": null, "role": "AXCell", "description": "Added in not active changelist", "role_description": "cell", "value": 0, "position": "-391.00;-244.00", "size": "233;22", "children": [{"name": null, "role": "AXStaticText", "description": "Added in not active changelist", "role_description": "text", "value": 0, "position": "-391.00;-244.00", "size": "233;22", "children": []}]}]}, {"name": null, "role": "AXRow", "description": "* , Changelist conflict", "role_description": "row", "value": 0, "position": "-391.00;-244.00", "size": "248;22", "children": [{"name": null, "role": "AXCell", "description": "* ", "role_description": "cell", "value": 0, "position": "-391.00;-244.00", "size": "15;22", "children": [{"name": null, "role": "AXStaticText", "description": "* ", "role_description": "text", "value": 0, "position": "-391.00;-244.00", "size": "15;22", "children": []}]}, {"name": null, "role": "AXCell", "description": "Changelist conflict", "role_description": "cell", "value": 0, "position": "-391.00;-244.00", "size": "233;22", "children": [{"name": null, "role": "AXStaticText", "description": "Changelist conflict", "role_description": "text", "value": 0, "position": "-391.00;-244.00", "size": "233;22", "children": []}]}]}, {"name": null, "role": "AXRow", "description": "* , Copied", "role_description": "row", "value": 0, "position": "-391.00;-244.00", "size": "248;22", "children": [{"name": null, "role": "AXCell", "description": "* ", "role_description": "cell", "value": 0, "position": "-391.00;-244.00", "size": "15;22", "children": [{"name": null, "role": "AXStaticText", "description": "* ", "role_description": "text", "value": 0, "position": "-391.00;-244.00", "size": "15;22", "children": []}]}, {"name": null, "role": "AXCell", "description": "Copied", "role_description": "cell", "value": 0, "position": "-391.00;-244.00", "size": "233;22", "children": [{"name": null, "role": "AXStaticText", "description": "Copied", "role_description": "text", "value": 0, "position": "-391.00;-244.00", "size": "233;22", "children": []}]}]}, {"name": null, "role": "AXRow", "description": "* , Deleted", "role_description": "row", "value": 0, "position": "-391.00;-244.00", "size": "248;22", "children": [{"name": null, "role": "AXCell", "description": "* ", "role_description": "cell", "value": 0, "position": "-391.00;-244.00", "size": "15;22", "children": [{"name": null, "role": "AXStaticText", "description": "* ", "role_description": "text", "value": 0, "position": "-391.00;-244.00", "size": "15;22", "children": []}]}, {"name": null, "role": "AXCell", "description": "Deleted", "role_description": "cell", "value": 0, "position": "-391.00;-244.00", "size": "233;22", "children": [{"name": null, "role": "AXStaticText", "description": "Deleted", "role_description": "text", "value": 0, "position": "-391.00;-244.00", "size": "233;22", "children": []}]}]}, {"name": null, "role": "AXRow", "description": "* , Deleted from file system", "role_description": "row", "value": 0, "position": "-391.00;-244.00", "size": "248;22", "children": [{"name": null, "role": "AXCell", "description": "* ", "role_description": "cell", "value": 0, "position": "-391.00;-244.00", "size": "15;22", "children": [{"name": null, "role": "AXStaticText", "description": "* ", "role_description": "text", "value": 0, "position": "-391.00;-244.00", "size": "15;22", "children": []}]}, {"name": null, "role": "AXCell", "description": "Deleted from file system", "role_description": "cell", "value": 0, "position": "-391.00;-244.00", "size": "233;22", "children": [{"name": null, "role": "AXStaticText", "description": "Deleted from file system", "role_description": "text", "value": 0, "position": "-391.00;-244.00", "size": "233;22", "children": []}]}]}, {"name": null, "role": "AXRow", "description": null, "role_description": "row", "value": 0, "position": "-391.00;-244.00", "size": "248;22", "children": [{"name": null, "role": "AXCell", "description": null, "role_description": "cell", "value": 0, "position": "-391.00;-244.00", "size": "15;22", "children": [{"name": null, "role": "AXStaticText", "description": null, "role_description": "text", "value": 0, "position": "-391.00;-244.00", "size": "15;22", "children": []}]}, {"name": null, "role": "AXCell", "description": "External (svn)", "role_description": "cell", "value": 0, "position": "-391.00;-244.00", "size": "233;22", "children": [{"name": null, "role": "AXStaticText", "description": "External (svn)", "role_description": "text", "value": 0, "position": "-391.00;-244.00", "size": "233;22", "children": []}]}]}, {"name": null, "role": "AXRow", "description": "* , Have changed descendants", "role_description": "row", "value": 0, "position": "-391.00;-244.00", "size": "248;22", "children": [{"name": null, "role": "AXCell", "description": "* ", "role_description": "cell", "value": 0, "position": "-391.00;-244.00", "size": "15;22", "children": [{"name": null, "role": "AXStaticText", "description": "* ", "role_description": "text", "value": 0, "position": "-391.00;-244.00", "size": "15;22", "children": []}]}, {"name": null, "role": "AXCell", "description": "Have changed descendants", "role_description": "cell", "value": 0, "position": "-391.00;-244.00", "size": "233;22", "children": [{"name": null, "role": "AXStaticText", "description": "Have changed descendants", "role_description": "text", "value": 0, "position": "-391.00;-244.00", "size": "233;22", "children": []}]}]}, {"name": null, "role": "AXRow", "description": "* , Have immediate changed children", "role_description": "row", "value": 0, "position": "-391.00;-244.00", "size": "248;22", "children": [{"name": null, "role": "AXCell", "description": "* ", "role_description": "cell", "value": 0, "position": "-391.00;-244.00", "size": "15;22", "children": [{"name": null, "role": "AXStaticText", "description": "* ", "role_description": "text", "value": 0, "position": "-391.00;-244.00", "size": "15;22", "children": []}]}, {"name": null, "role": "AXCell", "description": "Have immediate changed children", "role_description": "cell", "value": 0, "position": "-391.00;-244.00", "size": "233;22", "children": [{"name": null, "role": "AXStaticText", "description": "Have immediate changed children", "role_description": "text", "value": 0, "position": "-391.00;-244.00", "size": "233;22", "children": []}]}]}, {"name": null, "role": "AXRow", "description": null, "role_description": "row", "value": 0, "position": "-391.00;-244.00", "size": "248;22", "children": [{"name": null, "role": "AXCell", "description": null, "role_description": "cell", "value": 0, "position": "-391.00;-244.00", "size": "15;22", "children": [{"name": null, "role": "AXStaticText", "description": null, "role_description": "text", "value": 0, "position": "-391.00;-244.00", "size": "15;22", "children": []}]}, {"name": null, "role": "AXCell", "description": "Hijacked", "role_description": "cell", "value": 0, "position": "-391.00;-244.00", "size": "233;22", "children": [{"name": null, "role": "AXStaticText", "description": "Hijacked", "role_description": "text", "value": 0, "position": "-391.00;-244.00", "size": "233;22", "children": []}]}]}, {"name": null, "role": "AXRow", "description": "* , Ignored", "role_description": "row", "value": 0, "position": "-391.00;-244.00", "size": "248;22", "children": [{"name": null, "role": "AXCell", "description": "* ", "role_description": "cell", "value": 0, "position": "-391.00;-244.00", "size": "15;22", "children": [{"name": null, "role": "AXStaticText", "description": "* ", "role_description": "text", "value": 0, "position": "-391.00;-244.00", "size": "15;22", "children": []}]}, {"name": null, "role": "AXCell", "description": "Ignored", "role_description": "cell", "value": 0, "position": "-391.00;-244.00", "size": "233;22", "children": [{"name": null, "role": "AXStaticText", "description": "Ignored", "role_description": "text", "value": 0, "position": "-391.00;-244.00", "size": "233;22", "children": []}]}]}, {"name": null, "role": "AXRow", "description": "* , Merged", "role_description": "row", "value": 0, "position": "-391.00;-244.00", "size": "248;22", "children": [{"name": null, "role": "AXCell", "description": "* ", "role_description": "cell", "value": 0, "position": "-391.00;-244.00", "size": "15;22", "children": [{"name": null, "role": "AXStaticText", "description": "* ", "role_description": "text", "value": 0, "position": "-391.00;-244.00", "size": "15;22", "children": []}]}, {"name": null, "role": "AXCell", "description": "Merged", "role_description": "cell", "value": 0, "position": "-391.00;-244.00", "size": "233;22", "children": [{"name": null, "role": "AXStaticText", "description": "Merged", "role_description": "text", "value": 0, "position": "-391.00;-244.00", "size": "233;22", "children": []}]}]}, {"name": null, "role": "AXRow", "description": "* , Merged with conflicts", "role_description": "row", "value": 0, "position": "-391.00;-244.00", "size": "248;22", "children": [{"name": null, "role": "AXCell", "description": "* ", "role_description": "cell", "value": 0, "position": "-391.00;-244.00", "size": "15;22", "children": [{"name": null, "role": "AXStaticText", "description": "* ", "role_description": "text", "value": 0, "position": "-391.00;-244.00", "size": "15;22", "children": []}]}, {"name": null, "role": "AXCell", "description": "Merged with conflicts", "role_description": "cell", "value": 0, "position": "-391.00;-244.00", "size": "233;22", "children": [{"name": null, "role": "AXStaticText", "description": "Merged with conflicts", "role_description": "text", "value": 0, "position": "-391.00;-244.00", "size": "233;22", "children": []}]}]}, {"name": null, "role": "AXRow", "description": "* , Merged with property conflicts", "role_description": "row", "value": 0, "position": "-391.00;-244.00", "size": "248;22", "children": [{"name": null, "role": "AXCell", "description": "* ", "role_description": "cell", "value": 0, "position": "-391.00;-244.00", "size": "15;22", "children": [{"name": null, "role": "AXStaticText", "description": "* ", "role_description": "text", "value": 0, "position": "-391.00;-244.00", "size": "15;22", "children": []}]}, {"name": null, "role": "AXCell", "description": "Merged with property conflicts", "role_description": "cell", "value": 0, "position": "-391.00;-244.00", "size": "233;22", "children": [{"name": null, "role": "AXStaticText", "description": "Merged with property conflicts", "role_description": "text", "value": 0, "position": "-391.00;-244.00", "size": "233;22", "children": []}]}]}, {"name": null, "role": "AXRow", "description": "* , Merged with text and property conflicts", "role_description": "row", "value": 0, "position": "-391.00;-244.00", "size": "248;22", "children": [{"name": null, "role": "AXCell", "description": "* ", "role_description": "cell", "value": 0, "position": "-391.00;-244.00", "size": "15;22", "children": [{"name": null, "role": "AXStaticText", "description": "* ", "role_description": "text", "value": 0, "position": "-391.00;-244.00", "size": "15;22", "children": []}]}, {"name": null, "role": "AXCell", "description": "Merged with text and property conflicts", "role_description": "cell", "value": 0, "position": "-391.00;-244.00", "size": "233;22", "children": [{"name": null, "role": "AXStaticText", "description": "Merged with text and property conflicts", "role_description": "text", "value": 0, "position": "-391.00;-244.00", "size": "233;22", "children": []}]}]}, {"name": null, "role": "AXRow", "description": "* , Modified", "role_description": "row", "value": 0, "position": "-391.00;-244.00", "size": "248;22", "children": [{"name": null, "role": "AXCell", "description": "* ", "role_description": "cell", "value": 0, "position": "-391.00;-244.00", "size": "15;22", "children": [{"name": null, "role": "AXStaticText", "description": "* ", "role_description": "text", "value": 0, "position": "-391.00;-244.00", "size": "15;22", "children": []}]}, {"name": null, "role": "AXCell", "description": "Modified", "role_description": "cell", "value": 0, "position": "-391.00;-244.00", "size": "233;22", "children": [{"name": null, "role": "AXStaticText", "description": "Modified", "role_description": "text", "value": 0, "position": "-391.00;-244.00", "size": "233;22", "children": []}]}]}, {"name": null, "role": "AXRow", "description": "* , Modified in not active changelist", "role_description": "row", "value": 0, "position": "-391.00;-244.00", "size": "248;22", "children": [{"name": null, "role": "AXCell", "description": "* ", "role_description": "cell", "value": 0, "position": "-391.00;-244.00", "size": "15;22", "children": [{"name": null, "role": "AXStaticText", "description": "* ", "role_description": "text", "value": 0, "position": "-391.00;-244.00", "size": "15;22", "children": []}]}, {"name": null, "role": "AXCell", "description": "Modified in not active changelist", "role_description": "cell", "value": 0, "position": "-391.00;-244.00", "size": "233;22", "children": [{"name": null, "role": "AXStaticText", "description": "Modified in not active changelist", "role_description": "text", "value": 0, "position": "-391.00;-244.00", "size": "233;22", "children": []}]}]}, {"name": null, "role": "AXRow", "description": null, "role_description": "row", "value": 0, "position": "-391.00;-244.00", "size": "248;22", "children": [{"name": null, "role": "AXCell", "description": null, "role_description": "cell", "value": 0, "position": "-391.00;-244.00", "size": "15;22", "children": [{"name": null, "role": "AXStaticText", "description": null, "role_description": "text", "value": 0, "position": "-391.00;-244.00", "size": "15;22", "children": []}]}, {"name": null, "role": "AXCell", "description": "Obsolete", "role_description": "cell", "value": 0, "position": "-391.00;-244.00", "size": "233;22", "children": [{"name": null, "role": "AXStaticText", "description": "Obsolete", "role_description": "text", "value": 0, "position": "-391.00;-244.00", "size": "233;22", "children": []}]}]}, {"name": null, "role": "AXRow", "description": null, "role_description": "row", "value": 0, "position": "-391.00;-244.00", "size": "248;22", "children": [{"name": null, "role": "AXCell", "description": null, "role_description": "cell", "value": 0, "position": "-391.00;-244.00", "size": "15;22", "children": [{"name": null, "role": "AXStaticText", "description": null, "role_description": "text", "value": 0, "position": "-391.00;-244.00", "size": "15;22", "children": []}]}, {"name": null, "role": "AXCell", "description": "Obstructed (svn)", "role_description": "cell", "value": 0, "position": "-391.00;-244.00", "size": "233;22", "children": [{"name": null, "role": "AXStaticText", "description": "Obstructed (svn)", "role_description": "text", "value": 0, "position": "-391.00;-244.00", "size": "233;22", "children": []}]}]}, {"name": null, "role": "AXRow", "description": "* , Renamed", "role_description": "row", "value": 0, "position": "-391.00;-244.00", "size": "248;22", "children": [{"name": null, "role": "AXCell", "description": "* ", "role_description": "cell", "value": 0, "position": "-391.00;-244.00", "size": "15;22", "children": [{"name": null, "role": "AXStaticText", "description": "* ", "role_description": "text", "value": 0, "position": "-391.00;-244.00", "size": "15;22", "children": []}]}, {"name": null, "role": "AXCell", "description": "Renamed", "role_description": "cell", "value": 0, "position": "-391.00;-244.00", "size": "233;22", "children": [{"name": null, "role": "AXStaticText", "description": "Renamed", "role_description": "text", "value": 0, "position": "-391.00;-244.00", "size": "233;22", "children": []}]}]}, {"name": null, "role": "AXRow", "description": null, "role_description": "row", "value": 0, "position": "-391.00;-244.00", "size": "248;22", "children": [{"name": null, "role": "AXCell", "description": null, "role_description": "cell", "value": 0, "position": "-391.00;-244.00", "size": "15;22", "children": [{"name": null, "role": "AXStaticText", "description": null, "role_description": "text", "value": 0, "position": "-391.00;-244.00", "size": "15;22", "children": []}]}, {"name": null, "role": "AXCell", "description": "Replaced (svn)", "role_description": "cell", "value": 0, "position": "-391.00;-244.00", "size": "233;22", "children": [{"name": null, "role": "AXStaticText", "description": "Replaced (svn)", "role_description": "text", "value": 0, "position": "-391.00;-244.00", "size": "233;22", "children": []}]}]}, {"name": null, "role": "AXRow", "description": null, "role_description": "row", "value": 0, "position": "-391.00;-244.00", "size": "248;22", "children": [{"name": null, "role": "AXCell", "description": null, "role_description": "cell", "value": 0, "position": "-391.00;-244.00", "size": "15;22", "children": [{"name": null, "role": "AXStaticText", "description": null, "role_description": "text", "value": 0, "position": "-391.00;-244.00", "size": "15;22", "children": []}]}, {"name": null, "role": "AXCell", "description": "Suppressed", "role_description": "cell", "value": 0, "position": "-391.00;-244.00", "size": "233;22", "children": [{"name": null, "role": "AXStaticText", "description": "Suppressed", "role_description": "text", "value": 0, "position": "-391.00;-244.00", "size": "233;22", "children": []}]}]}, {"name": null, "role": "AXRow", "description": null, "role_description": "row", "value": 0, "position": "-391.00;-244.00", "size": "248;22", "children": [{"name": null, "role": "AXCell", "description": null, "role_description": "cell", "value": 0, "position": "-391.00;-244.00", "size": "15;22", "children": [{"name": null, "role": "AXStaticText", "description": null, "role_description": "text", "value": 0, "position": "-391.00;-244.00", "size": "15;22", "children": []}]}, {"name": null, "role": "AXCell", "description": "Switched", "role_description": "cell", "value": 0, "position": "-391.00;-244.00", "size": "233;22", "children": [{"name": null, "role": "AXStaticText", "description": "Switched", "role_description": "text", "value": 0, "position": "-391.00;-244.00", "size": "233;22", "children": []}]}]}, {"name": null, "role": "AXRow", "description": "* , Unknown", "role_description": "row", "value": 0, "position": "-391.00;-244.00", "size": "248;22", "children": [{"name": null, "role": "AXCell", "description": "* ", "role_description": "cell", "value": 0, "position": "-391.00;-244.00", "size": "15;22", "children": [{"name": null, "role": "AXStaticText", "description": "* ", "role_description": "text", "value": 0, "position": "-391.00;-244.00", "size": "15;22", "children": []}]}, {"name": null, "role": "AXCell", "description": "Unknown", "role_description": "cell", "value": 0, "position": "-391.00;-244.00", "size": "233;22", "children": [{"name": null, "role": "AXStaticText", "description": "Unknown", "role_description": "text", "value": 0, "position": "-391.00;-244.00", "size": "233;22", "children": []}]}]}, {"name": null, "role": "AXRow", "description": null, "role_description": "row", "value": 0, "position": "-391.00;-244.00", "size": "248;22", "children": [{"name": null, "role": "AXCell", "description": null, "role_description": "cell", "value": 0, "position": "-391.00;-244.00", "size": "15;22", "children": [{"name": null, "role": "AXStaticText", "description": null, "role_description": "text", "value": 0, "position": "-391.00;-244.00", "size": "15;22", "children": []}]}, {"name": null, "role": "AXCell", "description": "Up to date", "role_description": "cell", "value": 0, "position": "-391.00;-244.00", "size": "233;22", "children": [{"name": null, "role": "AXStaticText", "description": "Up to date", "role_description": "text", "value": 0, "position": "-391.00;-244.00", "size": "233;22", "children": []}]}]}]}]}, {"name": null, "role": "AXCheckBox", "description": "File Status Color:", "role_description": "checkbox", "value": 0, "position": "-391.00;-244.00", "size": "0;0", "children": []}, {"name": null, "role": "AXButton", "description": "Restore Default", "role_description": "button", "value": null, "position": "-391.00;-244.00", "size": "130;34", "children": []}, {"name": null, "role": "AXStaticText", "description": "* Customized", "role_description": "text", "value": "* Customized", "position": "-391.00;-244.00", "size": "84;17", "children": []}, {"name": null, "role": "AXTextField", "description": "text/html", "role_description": "text field", "value": "\nPyCharm will search for the specified patterns in check-in comments and link them to issues in your issue tracker", "position": "-391.00;-244.00", "size": "679;34", "children": [{"name": null, "role": "AXTextField", "description": "text/html", "role_description": "text field", "value": null, "position": "-391.00;-244.00", "size": "0;0", "children": []}, {"name": null, "role": "AXTextField", "description": "text/html", "role_description": "text field", "value": null, "position": "-391.00;-244.00", "size": "653;34", "children": []}, {"name": null, "role": "AXTextField", "description": "text/html", "role_description": "text field", "value": null, "position": "-391.00;-244.00", "size": "0;17", "children": []}]}, {"name": null, "role": "AXScrollArea", "description": null, "role_description": "scroll area", "value": 0, "position": "-391.00;-244.00", "size": "677;500", "children": [{"name": null, "role": "AXTable", "description": "table", "role_description": "table", "value": 0, "position": "-391.00;-244.00", "size": "677;475", "children": []}, {"name": null, "role": "AXScrollBar", "description": null, "role_description": "scroll bar", "value": 0, "position": "-391.00;-244.00", "size": "0;0", "children": []}, {"name": null, "role": "AXScrollBar", "description": null, "role_description": "scroll bar", "value": 0, "position": "-391.00;-244.00", "size": "0;0", "children": []}, {"name": null, "role": "AXStaticText", "description": "Issue", "role_description": "text", "value": "Issue", "position": "-391.00;-244.00", "size": "339;0", "children": []}, {"name": null, "role": "AXStaticText", "description": "Link", "role_description": "text", "value": "Link", "position": "-391.00;-244.00", "size": "338;0", "children": []}]}, {"name": null, "role": "AXGroup", "description": "Action Toolbar", "role_description": "group", "value": 0, "position": "-391.00;-244.00", "size": "677;24", "children": [{"name": null, "role": "AXButton", "description": "Add...", "role_description": "button", "value": null, "position": "-391.00;-244.00", "size": "26;24", "children": []}, {"name": null, "role": "AXButton", "description": "Edit", "role_description": "button", "value": null, "position": "-391.00;-244.00", "size": "26;24", "children": []}, {"name": null, "role": "AXButton", "description": "Remove", "role_description": "button", "value": null, "position": "-391.00;-244.00", "size": "26;24", "children": []}]}, {"name": null, "role": "AXScrollArea", "description": null, "role_description": "scroll area", "value": 0, "position": "-391.00;-244.00", "size": "711;600", "children": [{"name": null, "role": "AXScrollBar", "description": null, "role_description": "scroll bar", "value": 0, "position": "-391.00;-244.00", "size": "0;0", "children": []}, {"name": null, "role": "AXScrollBar", "description": null, "role_description": "scroll bar", "value": 0, "position": "-391.00;-244.00", "size": "0;0", "children": []}, {"name": null, "role": "AXCheckBox", "description": "Remove successfully applied files from the shelf", "role_description": "checkbox", "value": 0, "position": "-391.00;-244.00", "size": "324;25", "children": []}, {"name": null, "role": "AXCheckBox", "description": "Shelve base revisions of files under distributed version control systems", "role_description": "checkbox", "value": 1, "position": "-391.00;-244.00", "size": "466;25", "children": []}, {"name": null, "role": "AXTextField", "description": "text/html", "role_description": "text field", "value": "\nThe base content of files larger than 500K will not be stored", "position": "-391.00;-244.00", "size": "341;15", "children": [{"name": null, "role": "AXTextField", "description": "text/html", "role_description": "text field", "value": null, "position": "-391.00;-244.00", "size": "0;0", "children": []}, {"name": null, "role": "AXTextField", "description": "text/html", "role_description": "text field", "value": null, "position": "-391.00;-244.00", "size": "341;15", "children": []}, {"name": null, "role": "AXTextField", "description": "text/html", "role_description": "text field", "value": null, "position": "-391.00;-244.00", "size": "0;15", "children": []}]}, {"name": null, "role": "AXButton", "description": "Change Shelves Location...", "role_description": "button", "value": null, "position": "-391.00;-244.00", "size": "201;34", "children": []}, {"name": null, "role": "AXStaticText", "description": "Current location is /Users/[username]/Code/test/.idea/shelf", "role_description": "text", "value": "Current location is /Users/[username]/Code/test/.idea/shelf", "position": "-391.00;-244.00", "size": "329;15", "children": [{"name": null, "role": "AXStaticText", "description": null, "role_description": "text", "value": null, "position": "-391.00;-244.00", "size": "0;15", "children": []}, {"name": null, "role": "AXTextField", "description": "text/html", "role_description": "text field", "value": "\nCurrent location is /Users/[username]/Code/test/.idea/shelf", "position": "-391.00;-244.00", "size": "329;15", "children": [{"name": null, "role": "AXTextField", "description": "text/html", "role_description": "text field", "value": null, "position": "-391.00;-244.00", "size": "0;0", "children": []}, {"name": null, "role": "AXTextField", "description": "text/html", "role_description": "text field", "value": null, "position": "-391.00;-244.00", "size": "328;15", "children": []}, {"name": null, "role": "AXTextField", "description": "text/html", "role_description": "text field", "value": null, "position": "-391.00;-244.00", "size": "0;15", "children": []}]}]}]}, {"name": null, "role": "AXScrollArea", "description": null, "role_description": "scroll area", "value": 0, "position": "-391.00;-244.00", "size": "711;600", "children": [{"name": null, "role": "AXScrollBar", "description": null, "role_description": "scroll bar", "value": 0, "position": "-391.00;-244.00", "size": "14;600", "children": []}, {"name": null, "role": "AXScrollBar", "description": null, "role_description": "scroll bar", "value": 0, "position": "-391.00;-244.00", "size": "0;0", "children": []}, {"name": null, "role": "AXStaticText", "description": "Path to Git executable:", "role_description": "text", "value": "Path to Git executable:", "position": "-391.00;-244.00", "size": "140;17", "children": []}, {"name": null, "role": "AXTextField", "description": "Auto-detected: /usr/bin/git", "role_description": "text field", "value": "", "position": "-391.00;-244.00", "size": "441;34", "children": []}, {"name": null, "role": "AXButton", "description": "Test", "role_description": "button", "value": null, "position": "-391.00;-244.00", "size": "78;34", "children": []}, {"name": null, "role": "AXCheckBox", "description": "Set this path only for the current project", "role_description": "checkbox", "value": 0, "position": "-391.00;-244.00", "size": "275;25", "children": []}, {"name": null, "role": "AXStaticText", "description": "Commit", "role_description": "text", "value": "Commit", "position": "-391.00;-244.00", "size": "48;17", "children": []}, {"name": null, "role": "AXCheckBox", "description": "Enable staging area", "role_description": "checkbox", "value": 0, "position": "-391.00;-244.00", "size": "149;25", "children": []}, {"name": null, "role": "AXTextField", "description": "text/html", "role_description": "text field", "value": "\nThis will disable changelists support. Only for non-modal commit interface.", "position": "-391.00;-244.00", "size": "560;15", "children": [{"name": null, "role": "AXTextField", "description": "text/html", "role_description": "text field", "value": null, "position": "-391.00;-244.00", "size": "0;0", "children": []}, {"name": null, "role": "AXTextField", "description": "text/html", "role_description": "text field", "value": null, "position": "-391.00;-244.00", "size": "424;15", "children": []}, {"name": null, "role": "AXTextField", "description": "text/html", "role_description": "text field", "value": null, "position": "-391.00;-244.00", "size": "0;15", "children": []}]}, {"name": null, "role": "AXCheckBox", "description": "Warn if CRLF line separators are about to be committed", "role_description": "checkbox", "value": 1, "position": "-391.00;-244.00", "size": "370;25", "children": []}, {"name": null, "role": "AXCheckBox", "description": "Warn when committing in detached HEAD or during rebase", "role_description": "checkbox", "value": 1, "position": "-391.00;-244.00", "size": "390;25", "children": []}, {"name": null, "role": "AXCheckBox", "description": "Warn when committing files larger than", "role_description": "checkbox", "value": 1, "position": "-391.00;-244.00", "size": "269;25", "children": []}, {"name": null, "role": "AXIncrementor", "description": null, "role_description": "stepper", "value": 50, "position": "-391.00;-244.00", "size": "110;34", "children": [{"name": null, "role": "AXTextField", "description": null, "role_description": "text field", "value": "50", "position": "-391.00;-244.00", "size": "66;21", "children": []}]}, {"name": null, "role": "AXStaticText", "description": "MB", "role_description": "text", "value": "MB", "position": "-391.00;-244.00", "size": "20;17", "children": []}, {"name": null, "role": "AXCheckBox", "description": "Warn when committing files with names that might cause issues on other systems", "role_description": "checkbox", "value": 1, "position": "-391.00;-244.00", "size": "532;25", "children": []}, {"name": null, "role": "AXCheckBox", "description": "Add the 'cherry-picked from <hash>' suffix when picking commits pushed to protected branches", "role_description": "checkbox", "value": 1, "position": "-391.00;-244.00", "size": "623;25", "children": []}, {"name": null, "role": "AXButton", "description": "Configure GPG Key…", "role_description": "button", "value": null, "position": "-391.00;-244.00", "size": "163;34", "children": []}, {"name": null, "role": "AXStaticText", "description": "No Git roots in the project", "role_description": "text", "value": "No Git roots in the project", "position": "-391.00;-244.00", "size": "159;17", "children": []}, {"name": null, "role": "AXStaticText", "description": null, "role_description": "text", "value": null, "position": "-391.00;-244.00", "size": "0;0", "children": []}, {"name": null, "role": "AXStaticText", "description": "Push", "role_description": "text", "value": "Push", "position": "-391.00;-244.00", "size": "30;17", "children": []}, {"name": null, "role": "AXCheckBox", "description": "Auto-update if push of the current branch was rejected", "role_description": "checkbox", "value": 0, "position": "-391.00;-244.00", "size": "368;25", "children": []}, {"name": null, "role": "AXCheckBox", "description": "Show Push dialog for Commit and Push", "role_description": "checkbox", "value": 1, "position": "-391.00;-244.00", "size": "270;25", "children": []}, {"name": null, "role": "AXCheckBox", "description": "Show Push dialog only when committing to protected branches", "role_description": "checkbox", "value": 0, "position": "-391.00;-244.00", "size": "417;25", "children": []}, {"name": null, "role": "AXStaticText", "description": "Protected branches:", "role_description": "text", "value": "Protected branches:", "position": "-391.00;-244.00", "size": "125;17", "children": []}, {"name": null, "role": "AXTextField", "description": "Protected branches:", "role_description": "text field", "value": "master;main", "position": "-391.00;-244.00", "size": "530;34", "children": []}, {"name": null, "role": "AXCheckBox", "description": "Load branch protection rules from GitHub", "role_description": "checkbox", "value": 1, "position": "-391.00;-244.00", "size": "284;25", "children": []}, {"name": null, "role": "AXTextField", "description": "text/html", "role_description": "text field", "value": "\nGitHub rules are added to the local rules and synced on every fetch", "position": "-391.00;-244.00", "size": "383;15", "children": [{"name": null, "role": "AXTextField", "description": "text/html", "role_description": "text field", "value": null, "position": "-391.00;-244.00", "size": "0;0", "children": []}, {"name": null, "role": "AXTextField", "description": "text/html", "role_description": "text field", "value": null, "position": "-391.00;-244.00", "size": "383;15", "children": []}, {"name": null, "role": "AXTextField", "description": "text/html", "role_description": "text field", "value": null, "position": "-391.00;-244.00", "size": "0;15", "children": []}]}, {"name": null, "role": "AXStaticText", "description": "Update", "role_description": "text", "value": "Update", "position": "-391.00;-244.00", "size": "45;17", "children": []}, {"name": null, "role": "AXStaticText", "description": "Update method:", "role_description": "text", "value": "Update method:", "position": "-391.00;-244.00", "size": "100;17", "children": []}, {"name": null, "role": "AXRadioButton", "description": "Merge", "role_description": "radio button", "value": 1, "position": "-391.00;-244.00", "size": "67;25", "children": []}, {"name": null, "role": "AXRadioButton", "description": "Rebase", "role_description": "radio button", "value": 0, "position": "-391.00;-244.00", "size": "74;25", "children": []}, {"name": null, "role": "AXStaticText", "description": "Clean working tree using:", "role_description": "text", "value": "Clean working tree using:", "position": "-391.00;-244.00", "size": "156;17", "children": []}, {"name": null, "role": "AXRadioButton", "description": "Stash", "role_description": "radio button", "value": 0, "position": "-391.00;-244.00", "size": "63;25", "children": []}, {"name": null, "role": "AXRadioButton", "description": "Shelve", "role_description": "radio button", "value": 1, "position": "-391.00;-244.00", "size": "69;25", "children": []}, {"name": null, "role": "AXStaticText", "description": "Filter \"Update Project\" information by paths:", "role_description": "text", "value": "Filter \"Update Project\" information by paths:", "position": "-391.00;-244.00", "size": "272;17", "children": []}, {"name": null, "role": "AXMenu", "description": "Paths: All", "role_description": "menu", "value": null, "position": "-391.00;-244.00", "size": "42;25", "children": [{"name": null, "role": "AXMenuItem", "description": "All", "role_description": "menu item", "value": null, "position": "-391.00;-244.00", "size": "15;17", "children": []}]}, {"name": null, "role": "AXStaticText", "description": "Explicitly check for incoming commits on remotes:", "role_description": "text", "value": "Explicitly check for incoming commits on remotes:", "position": "-391.00;-244.00", "size": "308;17", "children": []}, {"name": null, "role": "AXPopUpButton", "description": "Explicitly check for incoming commits on remotes:", "role_description": "pop up button", "value": "Auto", "position": "-391.00;-244.00", "size": "109;34", "children": [{"name": null, "role": "AXPopUpButton", "description": null, "role_description": "pop up button", "value": null, "position": "-391.00;-244.00", "size": "0;0", "children": [{"name": null, "role": "AXMenuItem", "description": null, "role_description": "menu item", "value": null, "position": "-391.00;-244.00", "size": "0;0", "children": [{"name": null, "role": "AXList", "description": "list", "role_description": "list", "value": 0, "position": "-391.00;-244.00", "size": "0;0", "children": [{"name": null, "role": "AXRow", "description": "Auto", "role_description": "row", "value": 0, "position": "-391.00;-244.00", "size": "0;24", "children": [{"name": null, "role": "AXStaticText", "description": "Auto", "role_description": "text", "value": 0, "position": "-391.00;-244.00", "size": "0;24", "children": []}]}, {"name": null, "role": "AXRow", "description": "Always", "role_description": "row", "value": 0, "position": "-391.00;-244.00", "size": "0;24", "children": [{"name": null, "role": "AXStaticText", "description": "Always", "role_description": "text", "value": 0, "position": "-391.00;-244.00", "size": "0;24", "children": []}]}, {"name": null, "role": "AXRow", "description": "Never", "role_description": "row", "value": 0, "position": "-391.00;-244.00", "size": "0;24", "children": [{"name": null, "role": "AXStaticText", "description": "Never", "role_description": "text", "value": 0, "position": "-391.00;-244.00", "size": "0;24", "children": []}]}]}, {"name": null, "role": "AXScrollBar", "description": null, "role_description": "scroll bar", "value": 0, "position": "-391.00;-244.00", "size": "0;0", "children": []}]}]}]}, {"name": null, "role": "AXTextField", "description": "text/html", "role_description": "text field", "value": "\nRequires 'Check for incoming and outgoing commits' option to be enabled in Advanced Settings", "position": "-391.00;-244.00", "size": "0;0", "children": [{"name": null, "role": "AXTextField", "description": "text/html", "role_description": "text field", "value": null, "position": "-391.00;-244.00", "size": "0;0", "children": []}, {"name": null, "role": "AXTextField", "description": "text/html", "role_description": "text field", "value": null, "position": "-391.00;-244.00", "size": "0;0", "children": []}, {"name": null, "role": "AXTextField", "description": "text/html", "role_description": "text field", "value": null, "position": "-391.00;-244.00", "size": "0;0", "children": []}]}, {"name": null, "role": "AXCheckBox", "description": "Use credential helper", "role_description": "checkbox", "value": 0, "position": "-391.00;-244.00", "size": "159;25", "children": []}, {"name": null, "role": "AXStaticText", "description": "Stash", "role_description": "text", "value": "Stash", "position": "-391.00;-244.00", "size": "35;17", "children": []}, {"name": null, "role": "AXCheckBox", "description": "Combine stashes and shelves in one tab", "role_description": "checkbox", "value": 0, "position": "-391.00;-244.00", "size": "276;25", "children": []}, {"name": null, "role": "AXStaticText", "description": "When \"Show Diff\" is called, compare stashed changes:", "role_description": "text", "value": "When \"Show Diff\" is called, compare stashed changes:", "position": "-391.00;-244.00", "size": "336;17", "children": []}, {"name": null, "role": "AXRadioButton", "description": "With the local version of a file", "role_description": "radio button", "value": 1, "position": "-391.00;-244.00", "size": "209;25", "children": []}, {"name": null, "role": "AXRadioButton", "description": "With the parent commit", "role_description": "radio button", "value": 0, "position": "-391.00;-244.00", "size": "172;25", "children": []}, {"name": null, "role": "AXCheckBox", "description": "Activate virtualenv for hooks", "role_description": "checkbox", "value": 1, "position": "-391.00;-244.00", "size": "204;25", "children": []}]}, {"name": null, "role": "AXScrollArea", "description": null, "role_description": "scroll area", "value": 0, "position": "-391.00;-244.00", "size": "711;600", "children": [{"name": null, "role": "AXScrollBar", "description": null, "role_description": "scroll bar", "value": 0, "position": "-391.00;-244.00", "size": "0;0", "children": []}, {"name": null, "role": "AXScrollBar", "description": null, "role_description": "scroll bar", "value": 0, "position": "-391.00;-244.00", "size": "0;0", "children": []}, {"name": null, "role": "AXScrollArea", "description": null, "role_description": "scroll area", "value": 0, "position": "-391.00;-244.00", "size": "677;419", "children": [{"name": null, "role": "AXList", "description": "list", "role_description": "list", "value": 0, "position": "-391.00;-244.00", "size": "677;419", "children": []}, {"name": null, "role": "AXScrollBar", "description": null, "role_description": "scroll bar", "value": 0, "position": "-391.00;-244.00", "size": "0;0", "children": []}, {"name": null, "role": "AXScrollBar", "description": null, "role_description": "scroll bar", "value": 0, "position": "-391.00;-244.00", "size": "0;0", "children": []}]}, {"name": null, "role": "AXGroup", "description": "Action Toolbar", "role_description": "group", "value": 0, "position": "-391.00;-244.00", "size": "677;24", "children": [{"name": null, "role": "AXButton", "description": "Add", "role_description": "button", "value": null, "position": "-391.00;-244.00", "size": "26;24", "children": []}, {"name": null, "role": "AXButton", "description": "Remove", "role_description": "button", "value": null, "position": "-391.00;-244.00", "size": "26;24", "children": []}, {"name": null, "role": "AXButton", "description": "Set as Default", "role_description": "button", "value": null, "position": "-391.00;-244.00", "size": "26;24", "children": []}]}, {"name": null, "role": "AXCheckBox", "description": "Clone git repositories using ssh", "role_description": "checkbox", "value": 0, "position": "-391.00;-244.00", "size": "221;25", "children": []}, {"name": null, "role": "AXCheckBox", "description": "Automatically mark opened files as viewed", "role_description": "checkbox", "value": 1, "position": "-391.00;-244.00", "size": "290;25", "children": []}, {"name": null, "role": "AXCheckBox", "description": "Enable unread markers on Pull Requests in the list", "role_description": "checkbox", "value": 1, "position": "-391.00;-244.00", "size": "334;25", "children": []}, {"name": null, "role": "AXStaticText", "description": "Connection timeout:", "role_description": "text", "value": "Connection timeout:", "position": "-391.00;-244.00", "size": "124;17", "children": []}, {"name": null, "role": "AXTextField", "description": "Connection timeout:", "role_description": "text field", "value": "5", "position": "-391.00;-244.00", "size": "49;34", "children": []}, {"name": null, "role": "AXStaticText", "description": "seconds", "role_description": "text", "value": "seconds", "position": "-391.00;-244.00", "size": "52;17", "children": []}, {"name": null, "role": "AXStaticText", "description": "Credentials will not be saved for future use:", "role_description": "text", "value": "Credentials will not be saved for future use:", "position": "-391.00;-244.00", "size": "288;17", "children": []}, {"name": null, "role": "AXLink", "description": "Configure password store", "role_description": "link", "value": null, "position": "-391.00;-244.00", "size": "162;17", "children": []}]}, {"name": null, "role": "AXScrollArea", "description": null, "role_description": "scroll area", "value": 0, "position": "-391.00;-244.00", "size": "711;600", "children": [{"name": null, "role": "AXScrollBar", "description": null, "role_description": "scroll bar", "value": 0, "position": "-391.00;-244.00", "size": "0;0", "children": []}, {"name": null, "role": "AXScrollBar", "description": null, "role_description": "scroll bar", "value": 0, "position": "-391.00;-244.00", "size": "0;0", "children": []}, {"name": null, "role": "AXScrollArea", "description": null, "role_description": "scroll area", "value": 0, "position": "-391.00;-244.00", "size": "677;517", "children": [{"name": null, "role": "AXList", "description": "list", "role_description": "list", "value": 0, "position": "-391.00;-244.00", "size": "677;517", "children": []}, {"name": null, "role": "AXScrollBar", "description": null, "role_description": "scroll bar", "value": 0, "position": "-391.00;-244.00", "size": "0;0", "children": []}, {"name": null, "role": "AXScrollBar", "description": null, "role_description": "scroll bar", "value": 0, "position": "-391.00;-244.00", "size": "0;0", "children": []}]}, {"name": null, "role": "AXGroup", "description": "Action Toolbar", "role_description": "group", "value": 0, "position": "-391.00;-244.00", "size": "677;24", "children": [{"name": null, "role": "AXButton", "description": "Add", "role_description": "button", "value": null, "position": "-391.00;-244.00", "size": "26;24", "children": []}, {"name": null, "role": "AXButton", "description": "Remove", "role_description": "button", "value": null, "position": "-391.00;-244.00", "size": "26;24", "children": []}, {"name": null, "role": "AXButton", "description": "Set as Default", "role_description": "button", "value": null, "position": "-391.00;-244.00", "size": "26;24", "children": []}]}, {"name": null, "role": "AXCheckBox", "description": "Automatically mark opened files as viewed", "role_description": "checkbox", "value": 0, "position": "-391.00;-244.00", "size": "290;25", "children": []}, {"name": null, "role": "AXStaticText", "description": "Credentials will not be saved for future use:", "role_description": "text", "value": "Credentials will not be saved for future use:", "position": "-391.00;-244.00", "size": "288;17", "children": []}, {"name": null, "role": "AXLink", "description": "Configure password store", "role_description": "link", "value": null, "position": "-391.00;-244.00", "size": "162;17", "children": []}]}, {"name": null, "role": "AXScrollArea", "description": null, "role_description": "scroll area", "value": 0, "position": "-391.00;-244.00", "size": "711;600", "children": [{"name": null, "role": "AXScrollBar", "description": null, "role_description": "scroll bar", "value": 0, "position": "-391.00;-244.00", "size": "0;0", "children": []}, {"name": null, "role": "AXScrollBar", "description": null, "role_description": "scroll bar", "value": 0, "position": "-391.00;-244.00", "size": "0;0", "children": []}, {"name": null, "role": "AXStaticText", "description": "Path to Mercurial executable:", "role_description": "text", "value": "Path to Mercurial executable:", "position": "-391.00;-244.00", "size": "180;17", "children": []}, {"name": null, "role": "AXTextField", "description": "Auto-detected: hg", "role_description": "text field", "value": "", "position": "-391.00;-244.00", "size": "401;34", "children": []}, {"name": null, "role": "AXButton", "description": "Test", "role_description": "button", "value": null, "position": "-391.00;-244.00", "size": "78;34", "children": []}, {"name": null, "role": "AXCheckBox", "description": "Set this path only for the current project", "role_description": "checkbox", "value": 0, "position": "-391.00;-244.00", "size": "275;25", "children": []}, {"name": null, "role": "AXCheckBox", "description": "Check for incoming and outgoing changesets", "role_description": "checkbox", "value": 0, "position": "-391.00;-244.00", "size": "307;25", "children": []}, {"name": null, "role": "AXCheckBox", "description": "Ignore whitespace differences in annotations", "role_description": "checkbox", "value": 1, "position": "-391.00;-244.00", "size": "305;25", "children": []}]}, {"name": null, "role": "AXButton", "description": "Clear Auth Cache", "role_description": "button", "value": null, "position": "-391.00;-244.00", "size": "142;34", "children": []}, {"name": null, "role": "AXStaticText", "description": "Delete all stored credentials for 'http', 'svn' and 'svn+ssh' protocols", "role_description": "text", "value": "Delete all stored credentials for 'http', 'svn' and 'svn+ssh' protocols", "position": "-391.00;-244.00", "size": "348;14", "children": []}, {"name": null, "role": "AXTextField", "description": null, "role_description": "text field", "value": "svn", "position": "-391.00;-244.00", "size": "497;34", "children": []}, {"name": null, "role": "AXStaticText", "description": "Path to Subversion executable:", "role_description": "text", "value": "Path to Subversion executable:", "position": "-391.00;-244.00", "size": "192;17", "children": []}, {"name": null, "role": "AXStaticText", "description": "Emulates the behavior when Subversion commands are executed directly from the terminal (in the interactive mode). This is required to handle password/passphrase prompts for svn+ssh repositories, and trust invalid server certificates for https repositories.", "role_description": "text", "value": "Emulates the behavior when Subversion commands are executed directly from the terminal (in the interactive mode). This is required to handle password/passphrase prompts for svn+ssh repositories, and trust invalid server certificates for https repositories.", "position": "-391.00;-244.00", "size": "470;68", "children": []}, {"name": null, "role": "AXCheckBox", "description": "Use custom configuration directory:", "role_description": "checkbox", "value": 0, "position": "-391.00;-244.00", "size": "249;25", "children": []}, {"name": null, "role": "AXTextField", "description": null, "role_description": "text field", "value": "/Users/[username]/.subversion", "position": "-391.00;-244.00", "size": "440;34", "children": []}, {"name": null, "role": "AXCheckBox", "description": "Enable interactive mode", "role_description": "checkbox", "value": 0, "position": "-391.00;-244.00", "size": "176;25", "children": []}, {"name": null, "role": "AXCheckBox", "description": "Check svn:mergeinfo in target subtree when preparing for merge", "role_description": "checkbox", "value": 0, "position": "-391.00;-244.00", "size": "428;25", "children": []}, {"name": null, "role": "AXCheckBox", "description": "Maximum number of revisions to look back in annotations:", "role_description": "checkbox", "value": 1, "position": "-391.00;-244.00", "size": "385;25", "children": []}, {"name": null, "role": "AXIncrementor", "description": null, "role_description": "stepper", "value": 500, "position": "-391.00;-244.00", "size": "121;34", "children": [{"name": null, "role": "AXTextField", "description": null, "role_description": "text field", "value": "500", "position": "-391.00;-244.00", "size": "77;21", "children": []}]}, {"name": null, "role": "AXCheckBox", "description": "Show merge source in history and annotations", "role_description": "checkbox", "value": 1, "position": "-391.00;-244.00", "size": "313;25", "children": []}, {"name": null, "role": "AXCheckBox", "description": "Ignore whitespace differences in annotations", "role_description": "checkbox", "value": 0, "position": "-391.00;-244.00", "size": "305;25", "children": []}, {"name": null, "role": "AXButton", "description": "Edit Network Options…", "role_description": "button", "value": null, "position": "-391.00;-244.00", "size": "176;34", "children": []}, {"name": null, "role": "AXStaticText", "description": "Edit 'servers' Subversion runtime configuration file", "role_description": "text", "value": "Edit 'servers' Subversion runtime configuration file", "position": "-391.00;-244.00", "size": "261;14", "children": []}, {"name": null, "role": "AXStaticText", "description": "Only HTTP proxy can be used as default", "role_description": "text", "value": "Only HTTP proxy can be used as default", "position": "-391.00;-244.00", "size": "210;14", "children": []}, {"name": null, "role": "AXStaticText", "description": "HTTP timeout:", "role_description": "text", "value": "HTTP timeout:", "position": "-391.00;-244.00", "size": "152;17", "children": []}, {"name": null, "role": "AXIncrementor", "description": null, "role_description": "stepper", "value": 0.0, "position": "-391.00;-244.00", "size": "143;34", "children": [{"name": null, "role": "AXTextField", "description": null, "role_description": "text field", "value": "0", "position": "-391.00;-244.00", "size": "99;21", "children": []}]}, {"name": null, "role": "AXStaticText", "description": "seconds", "role_description": "text", "value": "seconds", "position": "-391.00;-244.00", "size": "52;17", "children": []}, {"name": null, "role": "AXStaticText", "description": "SSH connection timeout:", "role_description": "text", "value": "SSH connection timeout:", "position": "-391.00;-244.00", "size": "152;17", "children": []}, {"name": null, "role": "AXIncrementor", "description": null, "role_description": "stepper", "value": 30.0, "position": "-391.00;-244.00", "size": "143;34", "children": [{"name": null, "role": "AXTextField", "description": null, "role_description": "text field", "value": "30", "position": "-391.00;-244.00", "size": "99;21", "children": []}]}, {"name": null, "role": "AXStaticText", "description": "seconds", "role_description": "text", "value": "seconds", "position": "-391.00;-244.00", "size": "52;17", "children": []}, {"name": null, "role": "AXStaticText", "description": "SSH read timeout:", "role_description": "text", "value": "SSH read timeout:", "position": "-391.00;-244.00", "size": "152;17", "children": []}, {"name": null, "role": "AXIncrementor", "description": null, "role_description": "stepper", "value": 30.0, "position": "-391.00;-244.00", "size": "143;34", "children": [{"name": null, "role": "AXTextField", "description": null, "role_description": "text field", "value": "30", "position": "-391.00;-244.00", "size": "99;21", "children": []}]}, {"name": null, "role": "AXStaticText", "description": "seconds", "role_description": "text", "value": "seconds", "position": "-391.00;-244.00", "size": "52;17", "children": []}, {"name": null, "role": "AXStaticText", "description": "SSL protocols:", "role_description": "text", "value": "SSL protocols:", "position": "-391.00;-244.00", "size": "152;17", "children": []}, {"name": null, "role": "AXRadioButton", "description": "SSLv3", "role_description": "radio button", "value": 0, "position": "-391.00;-244.00", "size": "67;25", "children": []}, {"name": null, "role": "AXRadioButton", "description": "TLSv1", "role_description": "radio button", "value": 0, "position": "-391.00;-244.00", "size": "65;25", "children": []}, {"name": null, "role": "AXRadioButton", "description": "All", "role_description": "radio button", "value": 1, "position": "-391.00;-244.00", "size": "43;25", "children": []}, {"name": null, "role": "AXCheckBox", "description": "Use PyCharm general proxy settings as default for Subversion", "role_description": "checkbox", "value": 0, "position": "-391.00;-244.00", "size": "411;25", "children": []}, {"name": null, "role": "AXLink", "description": "Navigate to general proxy settings", "role_description": "link", "value": null, "position": "-391.00;-244.00", "size": "212;25", "children": []}, {"name": null, "role": "AXRadioButton", "description": "Password", "role_description": "radio button", "value": 0, "position": "-391.00;-244.00", "size": "88;25", "children": []}, {"name": null, "role": "AXRadioButton", "description": "Private key", "role_description": "radio button", "value": 0, "position": "-391.00;-244.00", "size": "97;25", "children": []}, {"name": null, "role": "AXRadioButton", "description": "Subversion config", "role_description": "radio button", "value": 1, "position": "-391.00;-244.00", "size": "139;25", "children": []}, {"name": null, "role": "AXStaticText", "description": "SSH executable:", "role_description": "text", "value": "SSH executable:", "position": "-391.00;-244.00", "size": "101;17", "children": []}, {"name": null, "role": "AXStaticText", "description": "User name:", "role_description": "text", "value": "User name:", "position": "-391.00;-244.00", "size": "70;17", "children": []}, {"name": null, "role": "AXTextField", "description": "User name:", "role_description": "text field", "value": "", "position": "-391.00;-244.00", "size": "568;34", "children": []}, {"name": null, "role": "AXStaticText", "description": "Port:", "role_description": "text", "value": "Port:", "position": "-391.00;-244.00", "size": "29;17", "children": []}, {"name": null, "role": "AXIncrementor", "description": null, "role_description": "stepper", "value": 22, "position": "-391.00;-244.00", "size": "99;34", "children": [{"name": null, "role": "AXTextField", "description": null, "role_description": "text field", "value": "22", "position": "-391.00;-244.00", "size": "55;21", "children": []}]}, {"name": null, "role": "AXTextField", "description": "ssh", "role_description": "text field", "value": "", "position": "-391.00;-244.00", "size": "534;34", "children": []}, {"name": null, "role": "AXButton", "description": "", "role_description": "button", "value": null, "position": "-391.00;-244.00", "size": "34;34", "children": []}, {"name": null, "role": "AXStaticText", "description": "Path:", "role_description": "text", "value": "Path:", "position": "-391.00;-244.00", "size": "32;17", "children": []}, {"name": null, "role": "AXTextField", "description": null, "role_description": "text field", "value": "", "position": "-391.00;-244.00", "size": "607;34", "children": []}, {"name": null, "role": "AXStaticText", "description": "SSH tunnel:", "role_description": "text", "value": "SSH tunnel:", "position": "-391.00;-244.00", "size": "72;17", "children": []}, {"name": null, "role": "AXTextField", "description": "$SVN_SSH ssh -q", "role_description": "text field", "value": "", "position": "-391.00;-244.00", "size": "478;34", "children": []}, {"name": null, "role": "AXButton", "description": "Update", "role_description": "button", "value": null, "position": "-391.00;-244.00", "size": "79;34", "children": []}, {"name": null, "role": "AXStaticText", "description": "SVN_SSH:", "role_description": "text", "value": "SVN_SSH:", "position": "-391.00;-244.00", "size": "63;17", "children": []}, {"name": null, "role": "AXTextField", "description": null, "role_description": "text field", "value": "", "position": "-391.00;-244.00", "size": "478;34", "children": []}, {"name": null, "role": "AXScrollArea", "description": null, "role_description": "scroll area", "value": 0, "position": "-391.00;-244.00", "size": "711;600", "children": [{"name": null, "role": "AXStaticText", "description": "Project Settings", "role_description": "text", "value": "Project Settings", "position": "-391.00;-244.00", "size": "98;17", "children": []}, {"name": null, "role": "AXLink", "description": "Python Interpreter", "role_description": "link", "value": null, "position": "-391.00;-244.00", "size": "115;17", "children": []}, {"name": null, "role": "AXLink", "description": "Project Structure", "role_description": "link", "value": null, "position": "-391.00;-244.00", "size": "106;17", "children": []}, {"name": null, "role": "AXScrollBar", "description": null, "role_description": "scroll bar", "value": 0, "position": "-391.00;-244.00", "size": "0;0", "children": []}, {"name": null, "role": "AXScrollBar", "description": null, "role_description": "scroll bar", "value": 0, "position": "-391.00;-244.00", "size": "0;0", "children": []}]}, {"name": null, "role": "AXStaticText", "description": "Python Interpreter:", "role_description": "text", "value": "Python Interpreter:", "position": "-391.00;-244.00", "size": "116;17", "children": []}, {"name": null, "role": "AXPopUpButton", "description": "Python Interpreter:", "role_description": "pop up button", "value": null, "position": "-391.00;-244.00", "size": "440;34", "children": [{"name": null, "role": "AXPopUpButton", "description": null, "role_description": "pop up button", "value": null, "position": "-391.00;-244.00", "size": "0;0", "children": [{"name": null, "role": "AXMenuItem", "description": null, "role_description": "menu item", "value": null, "position": "-391.00;-244.00", "size": "0;0", "children": [{"name": null, "role": "AXList", "description": "list", "role_description": "list", "value": 0, "position": "-391.00;-244.00", "size": "0;0", "children": [{"name": null, "role": "AXRow", "description": "<No interpreter>", "role_description": "row", "value": 0, "position": "-391.00;-244.00", "size": "0;24", "children": [{"name": null, "role": "AXStaticText", "description": "<No interpreter>", "role_description": "text", "value": 0, "position": "-391.00;-244.00", "size": "0;24", "children": []}]}, {"name": null, "role": "AXRow", "description": null, "role_description": "row", "value": 0, "position": "-391.00;-244.00", "size": "0;24", "children": [{"name": null, "role": "JavaAxIgnore", "description": null, "role_description": "JavaAxIgnore", "value": 0, "position": "-391.00;-244.00", "size": "0;24", "children": [{"name": null, "role": "AXStaticText", "description": null, "role_description": "text", "value": null, "position": "-391.00;-244.00", "size": "0;0", "children": []}]}]}, {"name": null, "role": "AXRow", "description": "/Users/[username]/miniconda3 ~/miniconda3/bin/python", "role_description": "row", "value": 0, "position": "-391.00;-244.00", "size": "0;24", "children": [{"name": null, "role": "AXStaticText", "description": "/Users/[username]/miniconda3 ~/miniconda3/bin/python", "role_description": "text", "value": 0, "position": "-391.00;-244.00", "size": "0;24", "children": []}]}, {"name": null, "role": "AXRow", "description": null, "role_description": "row", "value": 0, "position": "-391.00;-244.00", "size": "0;24", "children": [{"name": null, "role": "JavaAxIgnore", "description": null, "role_description": "JavaAxIgnore", "value": 0, "position": "-391.00;-244.00", "size": "0;24", "children": [{"name": null, "role": "AXStaticText", "description": null, "role_description": "text", "value": null, "position": "-391.00;-244.00", "size": "0;0", "children": []}]}]}, {"name": null, "role": "AXRow", "description": "Show All…", "role_description": "row", "value": 0, "position": "-391.00;-244.00", "size": "0;24", "children": [{"name": null, "role": "AXStaticText", "description": "Show All…", "role_description": "text", "value": 0, "position": "-391.00;-244.00", "size": "0;24", "children": []}]}]}, {"name": null, "role": "AXScrollBar", "description": null, "role_description": "scroll bar", "value": 0, "position": "-391.00;-244.00", "size": "0;0", "children": []}]}]}]}, {"name": null, "role": "AXLink", "description": "Add Interpreter", "role_description": "link", "value": null, "position": "-391.00;-244.00", "size": "113;17", "children": []}, {"name": null, "role": "AXStaticText", "description": "Try the redesigned packaging support in Python Packages tool window.", "role_description": "text", "value": "Try the redesigned packaging support in Python Packages tool window.", "position": "-391.00;-244.00", "size": "517;17", "children": []}, {"name": null, "role": "AXLink", "description": "Go to tool window", "role_description": "link", "value": null, "position": "-391.00;-244.00", "size": "116;17", "children": []}, {"name": null, "role": "AXButton", "description": "Don't ask again", "role_description": "button", "value": null, "position": "-391.00;-244.00", "size": "16;17", "children": []}, {"name": null, "role": "AXScrollArea", "description": null, "role_description": "scroll area", "value": 0, "position": "-391.00;-244.00", "size": "673;473", "children": [{"name": null, "role": "AXScrollBar", "description": null, "role_description": "scroll bar", "value": 0, "position": "-391.00;-244.00", "size": "14;448", "children": []}, {"name": null, "role": "AXScrollBar", "description": null, "role_description": "scroll bar", "value": 0, "position": "-391.00;-244.00", "size": "0;0", "children": []}, {"name": null, "role": "AXStaticText", "description": "Package", "role_description": "text", "value": "Package", "position": "-391.00;-244.00", "size": "224;0", "children": []}, {"name": null, "role": "AXStaticText", "description": "Version", "role_description": "text", "value": "Version", "position": "-391.00;-244.00", "size": "225;0", "children": []}, {"name": null, "role": "AXStaticText", "description": "Latest version", "role_description": "text", "value": "Latest version", "position": "-391.00;-244.00", "size": "224;0", "children": []}, {"name": null, "role": "AXTable", "description": "table", "role_description": "table", "value": 0, "position": "-391.00;-244.00", "size": "673;1491", "children": [{"name": null, "role": "AXRow", "description": "anaconda-anon-usage, 0.4.4, 0.4.4", "role_description": "row", "value": 0, "position": "-391.00;-244.00", "size": "673;21", "children": [{"name": null, "role": "AXCell", "description": "anaconda-anon-usage", "role_description": "cell", "value": 0, "position": "-391.00;-244.00", "size": "224;21", "children": [{"name": null, "role": "AXStaticText", "description": "anaconda-anon-usage", "role_description": "text", "value": 0, "position": "-391.00;-244.00", "size": "224;21", "children": []}]}, {"name": null, "role": "AXCell", "description": "0.4.4", "role_description": "cell", "value": 0, "position": "-391.00;-244.00", "size": "225;21", "children": [{"name": null, "role": "AXStaticText", "description": "0.4.4", "role_description": "text", "value": 0, "position": "-391.00;-244.00", "size": "225;21", "children": []}]}, {"name": null, "role": "AXCell", "description": "0.4.4", "role_description": "cell", "value": 0, "position": "-391.00;-244.00", "size": "224;21", "children": [{"name": null, "role": "AXStaticText", "description": "0.4.4", "role_description": "text", "value": 0, "position": "-391.00;-244.00", "size": "224;21", "children": []}]}]}, {"name": null, "role": "AXRow", "description": "archspec, 0.2.3, 0.2.3", "role_description": "row", "value": 0, "position": "-391.00;-244.00", "size": "673;21", "children": [{"name": null, "role": "AXCell", "description": "archspec", "role_description": "cell", "value": 0, "position": "-391.00;-244.00", "size": "224;21", "children": [{"name": null, "role": "AXStaticText", "description": "archspec", "role_description": "text", "value": 0, "position": "-391.00;-244.00", "size": "224;21", "children": []}]}, {"name": null, "role": "AXCell", "description": "0.2.3", "role_description": "cell", "value": 0, "position": "-391.00;-244.00", "size": "225;21", "children": [{"name": null, "role": "AXStaticText", "description": "0.2.3", "role_description": "text", "value": 0, "position": "-391.00;-244.00", "size": "225;21", "children": []}]}, {"name": null, "role": "AXCell", "description": "0.2.3", "role_description": "cell", "value": 0, "position": "-391.00;-244.00", "size": "224;21", "children": [{"name": null, "role": "AXStaticText", "description": "0.2.3", "role_description": "text", "value": 0, "position": "-391.00;-244.00", "size": "224;21", "children": []}]}]}, {"name": null, "role": "AXRow", "description": "boltons, 23.0.0, 23.0.0", "role_description": "row", "value": 0, "position": "-391.00;-244.00", "size": "673;21", "children": [{"name": null, "role": "AXCell", "description": "boltons", "role_description": "cell", "value": 0, "position": "-391.00;-244.00", "size": "224;21", "children": [{"name": null, "role": "AXStaticText", "description": "boltons", "role_description": "text", "value": 0, "position": "-391.00;-244.00", "size": "224;21", "children": []}]}, {"name": null, "role": "AXCell", "description": "23.0.0", "role_description": "cell", "value": 0, "position": "-391.00;-244.00", "size": "225;21", "children": [{"name": null, "role": "AXStaticText", "description": "23.0.0", "role_description": "text", "value": 0, "position": "-391.00;-244.00", "size": "225;21", "children": []}]}, {"name": null, "role": "AXCell", "description": "23.0.0", "role_description": "cell", "value": 0, "position": "-391.00;-244.00", "size": "224;21", "children": [{"name": null, "role": "AXStaticText", "description": "23.0.0", "role_description": "text", "value": 0, "position": "-391.00;-244.00", "size": "224;21", "children": []}]}]}, {"name": null, "role": "AXRow", "description": "brotli-python, 1.0.9, 1.0.9", "role_description": "row", "value": 0, "position": "-391.00;-244.00", "size": "673;21", "children": [{"name": null, "role": "AXCell", "description": "brotli-python", "role_description": "cell", "value": 0, "position": "-391.00;-244.00", "size": "224;21", "children": [{"name": null, "role": "AXStaticText", "description": "brotli-python", "role_description": "text", "value": 0, "position": "-391.00;-244.00", "size": "224;21", "children": []}]}, {"name": null, "role": "AXCell", "description": "1.0.9", "role_description": "cell", "value": 0, "position": "-391.00;-244.00", "size": "225;21", "children": [{"name": null, "role": "AXStaticText", "description": "1.0.9", "role_description": "text", "value": 0, "position": "-391.00;-244.00", "size": "225;21", "children": []}]}, {"name": null, "role": "AXCell", "description": "1.0.9", "role_description": "cell", "value": 0, "position": "-391.00;-244.00", "size": "224;21", "children": [{"name": null, "role": "AXStaticText", "description": "1.0.9", "role_description": "text", "value": 0, "position": "-391.00;-244.00", "size": "224;21", "children": []}]}]}, {"name": null, "role": "AXRow", "description": "bzip2, 1.0.8, 1.0.8", "role_description": "row", "value": 0, "position": "-391.00;-244.00", "size": "673;21", "children": [{"name": null, "role": "AXCell", "description": "bzip2", "role_description": "cell", "value": 0, "position": "-391.00;-244.00", "size": "224;21", "children": [{"name": null, "role": "AXStaticText", "description": "bzip2", "role_description": "text", "value": 0, "position": "-391.00;-244.00", "size": "224;21", "children": []}]}, {"name": null, "role": "AXCell", "description": "1.0.8", "role_description": "cell", "value": 0, "position": "-391.00;-244.00", "size": "225;21", "children": [{"name": null, "role": "AXStaticText", "description": "1.0.8", "role_description": "text", "value": 0, "position": "-391.00;-244.00", "size": "225;21", "children": []}]}, {"name": null, "role": "AXCell", "description": "1.0.8", "role_description": "cell", "value": 0, "position": "-391.00;-244.00", "size": "224;21", "children": [{"name": null, "role": "AXStaticText", "description": "1.0.8", "role_description": "text", "value": 0, "position": "-391.00;-244.00", "size": "224;21", "children": []}]}]}, {"name": null, "role": "AXRow", "description": "c-ares, 1.19.1, 1.19.1", "role_description": "row", "value": 0, "position": "-391.00;-244.00", "size": "673;21", "children": [{"name": null, "role": "AXCell", "description": "c-ares", "role_description": "cell", "value": 0, "position": "-391.00;-244.00", "size": "224;21", "children": [{"name": null, "role": "AXStaticText", "description": "c-ares", "role_description": "text", "value": 0, "position": "-391.00;-244.00", "size": "224;21", "children": []}]}, {"name": null, "role": "AXCell", "description": "1.19.1", "role_description": "cell", "value": 0, "position": "-391.00;-244.00", "size": "225;21", "children": [{"name": null, "role": "AXStaticText", "description": "1.19.1", "role_description": "text", "value": 0, "position": "-391.00;-244.00", "size": "225;21", "children": []}]}, {"name": null, "role": "AXCell", "description": "1.19.1", "role_description": "cell", "value": 0, "position": "-391.00;-244.00", "size": "224;21", "children": [{"name": null, "role": "AXStaticText", "description": "1.19.1", "role_description": "text", "value": 0, "position": "-391.00;-244.00", "size": "224;21", "children": []}]}]}, {"name": null, "role": "AXRow", "description": "ca-certificates, 2024.3.11, 2024.7.2", "role_description": "row", "value": 0, "position": "-391.00;-244.00", "size": "673;21", "children": [{"name": null, "role": "AXCell", "description": "ca-certificates", "role_description": "cell", "value": 0, "position": "-391.00;-244.00", "size": "224;21", "children": [{"name": null, "role": "AXStaticText", "description": "ca-certificates", "role_description": "text", "value": 0, "position": "-391.00;-244.00", "size": "224;21", "children": []}]}, {"name": null, "role": "AXCell", "description": "2024.3.11", "role_description": "cell", "value": 0, "position": "-391.00;-244.00", "size": "225;21", "children": [{"name": null, "role": "AXStaticText", "description": "2024.3.11", "role_description": "text", "value": 0, "position": "-391.00;-244.00", "size": "225;21", "children": []}]}, {"name": null, "role": "AXCell", "description": "2024.7.2", "role_description": "cell", "value": 0, "position": "-391.00;-244.00", "size": "224;21", "children": [{"name": null, "role": "AXStaticText", "description": "2024.7.2", "role_description": "text", "value": 0, "position": "-391.00;-244.00", "size": "224;21", "children": []}]}]}, {"name": null, "role": "AXRow", "description": "certifi, 2024.6.2, 2024.7.4", "role_description": "row", "value": 0, "position": "-391.00;-244.00", "size": "673;21", "children": [{"name": null, "role": "AXCell", "description": "certifi", "role_description": "cell", "value": 0, "position": "-391.00;-244.00", "size": "224;21", "children": [{"name": null, "role": "AXStaticText", "description": "certifi", "role_description": "text", "value": 0, "position": "-391.00;-244.00", "size": "224;21", "children": []}]}, {"name": null, "role": "AXCell", "description": "2024.6.2", "role_description": "cell", "value": 0, "position": "-391.00;-244.00", "size": "225;21", "children": [{"name": null, "role": "AXStaticText", "description": "2024.6.2", "role_description": "text", "value": 0, "position": "-391.00;-244.00", "size": "225;21", "children": []}]}, {"name": null, "role": "AXCell", "description": "2024.7.4", "role_description": "cell", "value": 0, "position": "-391.00;-244.00", "size": "224;21", "children": [{"name": null, "role": "AXStaticText", "description": "2024.7.4", "role_description": "text", "value": 0, "position": "-391.00;-244.00", "size": "224;21", "children": []}]}]}, {"name": null, "role": "AXRow", "description": "cffi, 1.16.0, 1.16.0", "role_description": "row", "value": 0, "position": "-391.00;-244.00", "size": "673;21", "children": [{"name": null, "role": "AXCell", "description": "cffi", "role_description": "cell", "value": 0, "position": "-391.00;-244.00", "size": "224;21", "children": [{"name": null, "role": "AXStaticText", "description": "cffi", "role_description": "text", "value": 0, "position": "-391.00;-244.00", "size": "224;21", "children": []}]}, {"name": null, "role": "AXCell", "description": "1.16.0", "role_description": "cell", "value": 0, "position": "-391.00;-244.00", "size": "225;21", "children": [{"name": null, "role": "AXStaticText", "description": "1.16.0", "role_description": "text", "value": 0, "position": "-391.00;-244.00", "size": "225;21", "children": []}]}, {"name": null, "role": "AXCell", "description": "1.16.0", "role_description": "cell", "value": 0, "position": "-391.00;-244.00", "size": "224;21", "children": [{"name": null, "role": "AXStaticText", "description": "1.16.0", "role_description": "text", "value": 0, "position": "-391.00;-244.00", "size": "224;21", "children": []}]}]}, {"name": null, "role": "AXRow", "description": "charset-normalizer, 2.0.4, 3.3.2", "role_description": "row", "value": 0, "position": "-391.00;-244.00", "size": "673;21", "children": [{"name": null, "role": "AXCell", "description": "charset-normalizer", "role_description": "cell", "value": 0, "position": "-391.00;-244.00", "size": "224;21", "children": [{"name": null, "role": "AXStaticText", "description": "charset-normalizer", "role_description": "text", "value": 0, "position": "-391.00;-244.00", "size": "224;21", "children": []}]}, {"name": null, "role": "AXCell", "description": "2.0.4", "role_description": "cell", "value": 0, "position": "-391.00;-244.00", "size": "225;21", "children": [{"name": null, "role": "AXStaticText", "description": "2.0.4", "role_description": "text", "value": 0, "position": "-391.00;-244.00", "size": "225;21", "children": []}]}, {"name": null, "role": "AXCell", "description": "3.3.2", "role_description": "cell", "value": 0, "position": "-391.00;-244.00", "size": "224;21", "children": [{"name": null, "role": "AXStaticText", "description": "3.3.2", "role_description": "text", "value": 0, "position": "-391.00;-244.00", "size": "224;21", "children": []}]}]}, {"name": null, "role": "AXRow", "description": "conda, 24.5.0, 24.7.1", "role_description": "row", "value": 0, "position": "-391.00;-244.00", "size": "673;21", "children": [{"name": null, "role": "AXCell", "description": "conda", "role_description": "cell", "value": 0, "position": "-391.00;-244.00", "size": "224;21", "children": [{"name": null, "role": "AXStaticText", "description": "conda", "role_description": "text", "value": 0, "position": "-391.00;-244.00", "size": "224;21", "children": []}]}, {"name": null, "role": "AXCell", "description": "24.5.0", "role_description": "cell", "value": 0, "position": "-391.00;-244.00", "size": "225;21", "children": [{"name": null, "role": "AXStaticText", "description": "24.5.0", "role_description": "text", "value": 0, "position": "-391.00;-244.00", "size": "225;21", "children": []}]}, {"name": null, "role": "AXCell", "description": "24.7.1", "role_description": "cell", "value": 0, "position": "-391.00;-244.00", "size": "224;21", "children": [{"name": null, "role": "AXStaticText", "description": "24.7.1", "role_description": "text", "value": 0, "position": "-391.00;-244.00", "size": "224;21", "children": []}]}]}, {"name": null, "role": "AXRow", "description": "conda-content-trust, 0.2.0, 0.2.0", "role_description": "row", "value": 0, "position": "-391.00;-244.00", "size": "673;21", "children": [{"name": null, "role": "AXCell", "description": "conda-content-trust", "role_description": "cell", "value": 0, "position": "-391.00;-244.00", "size": "224;21", "children": [{"name": null, "role": "AXStaticText", "description": "conda-content-trust", "role_description": "text", "value": 0, "position": "-391.00;-244.00", "size": "224;21", "children": []}]}, {"name": null, "role": "AXCell", "description": "0.2.0", "role_description": "cell", "value": 0, "position": "-391.00;-244.00", "size": "225;21", "children": [{"name": null, "role": "AXStaticText", "description": "0.2.0", "role_description": "text", "value": 0, "position": "-391.00;-244.00", "size": "225;21", "children": []}]}, {"name": null, "role": "AXCell", "description": "0.2.0", "role_description": "cell", "value": 0, "position": "-391.00;-244.00", "size": "224;21", "children": [{"name": null, "role": "AXStaticText", "description": "0.2.0", "role_description": "text", "value": 0, "position": "-391.00;-244.00", "size": "224;21", "children": []}]}]}, {"name": null, "role": "AXRow", "description": "conda-libmamba-solver, 24.1.0, 24.7.0", "role_description": "row", "value": 0, "position": "-391.00;-244.00", "size": "673;21", "children": [{"name": null, "role": "AXCell", "description": "conda-libmamba-solver", "role_description": "cell", "value": 0, "position": "-391.00;-244.00", "size": "224;21", "children": [{"name": null, "role": "AXStaticText", "description": "conda-libmamba-solver", "role_description": "text", "value": 0, "position": "-391.00;-244.00", "size": "224;21", "children": []}]}, {"name": null, "role": "AXCell", "description": "24.1.0", "role_description": "cell", "value": 0, "position": "-391.00;-244.00", "size": "225;21", "children": [{"name": null, "role": "AXStaticText", "description": "24.1.0", "role_description": "text", "value": 0, "position": "-391.00;-244.00", "size": "225;21", "children": []}]}, {"name": null, "role": "AXCell", "description": "24.7.0", "role_description": "cell", "value": 0, "position": "-391.00;-244.00", "size": "224;21", "children": [{"name": null, "role": "AXStaticText", "description": "24.7.0", "role_description": "text", "value": 0, "position": "-391.00;-244.00", "size": "224;21", "children": []}]}]}, {"name": null, "role": "AXRow", "description": "conda-package-handling, 2.3.0, 2.3.0", "role_description": "row", "value": 0, "position": "-391.00;-244.00", "size": "673;21", "children": [{"name": null, "role": "AXCell", "description": "conda-package-handling", "role_description": "cell", "value": 0, "position": "-391.00;-244.00", "size": "224;21", "children": [{"name": null, "role": "AXStaticText", "description": "conda-package-handling", "role_description": "text", "value": 0, "position": "-391.00;-244.00", "size": "224;21", "children": []}]}, {"name": null, "role": "AXCell", "description": "2.3.0", "role_description": "cell", "value": 0, "position": "-391.00;-244.00", "size": "225;21", "children": [{"name": null, "role": "AXStaticText", "description": "2.3.0", "role_description": "text", "value": 0, "position": "-391.00;-244.00", "size": "225;21", "children": []}]}, {"name": null, "role": "AXCell", "description": "2.3.0", "role_description": "cell", "value": 0, "position": "-391.00;-244.00", "size": "224;21", "children": [{"name": null, "role": "AXStaticText", "description": "2.3.0", "role_description": "text", "value": 0, "position": "-391.00;-244.00", "size": "224;21", "children": []}]}]}, {"name": null, "role": "AXRow", "description": "conda-package-streaming, 0.10.0, 0.10.0", "role_description": "row", "value": 0, "position": "-391.00;-244.00", "size": "673;21", "children": [{"name": null, "role": "AXCell", "description": "conda-package-streaming", "role_description": "cell", "value": 0, "position": "-391.00;-244.00", "size": "224;21", "children": [{"name": null, "role": "AXStaticText", "description": "conda-package-streaming", "role_description": "text", "value": 0, "position": "-391.00;-244.00", "size": "224;21", "children": []}]}, {"name": null, "role": "AXCell", "description": "0.10.0", "role_description": "cell", "value": 0, "position": "-391.00;-244.00", "size": "225;21", "children": [{"name": null, "role": "AXStaticText", "description": "0.10.0", "role_description": "text", "value": 0, "position": "-391.00;-244.00", "size": "225;21", "children": []}]}, {"name": null, "role": "AXCell", "description": "0.10.0", "role_description": "cell", "value": 0, "position": "-391.00;-244.00", "size": "224;21", "children": [{"name": null, "role": "AXStaticText", "description": "0.10.0", "role_description": "text", "value": 0, "position": "-391.00;-244.00", "size": "224;21", "children": []}]}]}, {"name": null, "role": "AXRow", "description": "cryptography, 42.0.5, 42.0.5", "role_description": "row", "value": 0, "position": "-391.00;-244.00", "size": "673;21", "children": [{"name": null, "role": "AXCell", "description": "cryptography", "role_description": "cell", "value": 0, "position": "-391.00;-244.00", "size": "224;21", "children": [{"name": null, "role": "AXStaticText", "description": "cryptography", "role_description": "text", "value": 0, "position": "-391.00;-244.00", "size": "224;21", "children": []}]}, {"name": null, "role": "AXCell", "description": "42.0.5", "role_description": "cell", "value": 0, "position": "-391.00;-244.00", "size": "225;21", "children": [{"name": null, "role": "AXStaticText", "description": "42.0.5", "role_description": "text", "value": 0, "position": "-391.00;-244.00", "size": "225;21", "children": []}]}, {"name": null, "role": "AXCell", "description": "42.0.5", "role_description": "cell", "value": 0, "position": "-391.00;-244.00", "size": "224;21", "children": [{"name": null, "role": "AXStaticText", "description": "42.0.5", "role_description": "text", "value": 0, "position": "-391.00;-244.00", "size": "224;21", "children": []}]}]}, {"name": null, "role": "AXRow", "description": "distro, 1.9.0, 1.9.0", "role_description": "row", "value": 0, "position": "-391.00;-244.00", "size": "673;21", "children": [{"name": null, "role": "AXCell", "description": "distro", "role_description": "cell", "value": 0, "position": "-391.00;-244.00", "size": "224;21", "children": [{"name": null, "role": "AXStaticText", "description": "distro", "role_description": "text", "value": 0, "position": "-391.00;-244.00", "size": "224;21", "children": []}]}, {"name": null, "role": "AXCell", "description": "1.9.0", "role_description": "cell", "value": 0, "position": "-391.00;-244.00", "size": "225;21", "children": [{"name": null, "role": "AXStaticText", "description": "1.9.0", "role_description": "text", "value": 0, "position": "-391.00;-244.00", "size": "225;21", "children": []}]}, {"name": null, "role": "AXCell", "description": "1.9.0", "role_description": "cell", "value": 0, "position": "-391.00;-244.00", "size": "224;21", "children": [{"name": null, "role": "AXStaticText", "description": "1.9.0", "role_description": "text", "value": 0, "position": "-391.00;-244.00", "size": "224;21", "children": []}]}]}, {"name": null, "role": "AXRow", "description": "expat, 2.6.2, 2.6.2", "role_description": "row", "value": 0, "position": "-391.00;-244.00", "size": "673;21", "children": [{"name": null, "role": "AXCell", "description": "expat", "role_description": "cell", "value": 0, "position": "-391.00;-244.00", "size": "224;21", "children": [{"name": null, "role": "AXStaticText", "description": "expat", "role_description": "text", "value": 0, "position": "-391.00;-244.00", "size": "224;21", "children": []}]}, {"name": null, "role": "AXCell", "description": "2.6.2", "role_description": "cell", "value": 0, "position": "-391.00;-244.00", "size": "225;21", "children": [{"name": null, "role": "AXStaticText", "description": "2.6.2", "role_description": "text", "value": 0, "position": "-391.00;-244.00", "size": "225;21", "children": []}]}, {"name": null, "role": "AXCell", "description": "2.6.2", "role_description": "cell", "value": 0, "position": "-391.00;-244.00", "size": "224;21", "children": [{"name": null, "role": "AXStaticText", "description": "2.6.2", "role_description": "text", "value": 0, "position": "-391.00;-244.00", "size": "224;21", "children": []}]}]}, {"name": null, "role": "AXRow", "description": "fmt, 9.1.0, 9.1.0", "role_description": "row", "value": 0, "position": "-391.00;-244.00", "size": "673;21", "children": [{"name": null, "role": "AXCell", "description": "fmt", "role_description": "cell", "value": 0, "position": "-391.00;-244.00", "size": "224;21", "children": [{"name": null, "role": "AXStaticText", "description": "fmt", "role_description": "text", "value": 0, "position": "-391.00;-244.00", "size": "224;21", "children": []}]}, {"name": null, "role": "AXCell", "description": "9.1.0", "role_description": "cell", "value": 0, "position": "-391.00;-244.00", "size": "225;21", "children": [{"name": null, "role": "AXStaticText", "description": "9.1.0", "role_description": "text", "value": 0, "position": "-391.00;-244.00", "size": "225;21", "children": []}]}, {"name": null, "role": "AXCell", "description": "9.1.0", "role_description": "cell", "value": 0, "position": "-391.00;-244.00", "size": "224;21", "children": [{"name": null, "role": "AXStaticText", "description": "9.1.0", "role_description": "text", "value": 0, "position": "-391.00;-244.00", "size": "224;21", "children": []}]}]}, {"name": null, "role": "AXRow", "description": "frozendict, 2.4.2, 2.4.2", "role_description": "row", "value": 0, "position": "-391.00;-244.00", "size": "673;21", "children": [{"name": null, "role": "AXCell", "description": "frozendict", "role_description": "cell", "value": 0, "position": "-391.00;-244.00", "size": "224;21", "children": [{"name": null, "role": "AXStaticText", "description": "frozendict", "role_description": "text", "value": 0, "position": "-391.00;-244.00", "size": "224;21", "children": []}]}, {"name": null, "role": "AXCell", "description": "2.4.2", "role_description": "cell", "value": 0, "position": "-391.00;-244.00", "size": "225;21", "children": [{"name": null, "role": "AXStaticText", "description": "2.4.2", "role_description": "text", "value": 0, "position": "-391.00;-244.00", "size": "225;21", "children": []}]}, {"name": null, "role": "AXCell", "description": "2.4.2", "role_description": "cell", "value": 0, "position": "-391.00;-244.00", "size": "224;21", "children": [{"name": null, "role": "AXStaticText", "description": "2.4.2", "role_description": "text", "value": 0, "position": "-391.00;-244.00", "size": "224;21", "children": []}]}]}, {"name": null, "role": "AXRow", "description": "icu, 73.1, 73.1", "role_description": "row", "value": 0, "position": "-391.00;-244.00", "size": "673;21", "children": [{"name": null, "role": "AXCell", "description": "icu", "role_description": "cell", "value": 0, "position": "-391.00;-244.00", "size": "224;21", "children": [{"name": null, "role": "AXStaticText", "description": "icu", "role_description": "text", "value": 0, "position": "-391.00;-244.00", "size": "224;21", "children": []}]}, {"name": null, "role": "AXCell", "description": "73.1", "role_description": "cell", "value": 0, "position": "-391.00;-244.00", "size": "225;21", "children": [{"name": null, "role": "AXStaticText", "description": "73.1", "role_description": "text", "value": 0, "position": "-391.00;-244.00", "size": "225;21", "children": []}]}, {"name": null, "role": "AXCell", "description": "73.1", "role_description": "cell", "value": 0, "position": "-391.00;-244.00", "size": "224;21", "children": [{"name": null, "role": "AXStaticText", "description": "73.1", "role_description": "text", "value": 0, "position": "-391.00;-244.00", "size": "224;21", "children": []}]}]}, {"name": null, "role": "AXRow", "description": "idna, 3.7, 3.7", "role_description": "row", "value": 0, "position": "-391.00;-244.00", "size": "673;21", "children": [{"name": null, "role": "AXCell", "description": "idna", "role_description": "cell", "value": 0, "position": "-391.00;-244.00", "size": "224;21", "children": [{"name": null, "role": "AXStaticText", "description": "idna", "role_description": "text", "value": 0, "position": "-391.00;-244.00", "size": "224;21", "children": []}]}, {"name": null, "role": "AXCell", "description": "3.7", "role_description": "cell", "value": 0, "position": "-391.00;-244.00", "size": "225;21", "children": [{"name": null, "role": "AXStaticText", "description": "3.7", "role_description": "text", "value": 0, "position": "-391.00;-244.00", "size": "225;21", "children": []}]}, {"name": null, "role": "AXCell", "description": "3.7", "role_description": "cell", "value": 0, "position": "-391.00;-244.00", "size": "224;21", "children": [{"name": null, "role": "AXStaticText", "description": "3.7", "role_description": "text", "value": 0, "position": "-391.00;-244.00", "size": "224;21", "children": []}]}]}, {"name": null, "role": "AXRow", "description": "jsonpatch, 1.33, 1.33", "role_description": "row", "value": 0, "position": "-391.00;-244.00", "size": "673;21", "children": [{"name": null, "role": "AXCell", "description": "jsonpatch", "role_description": "cell", "value": 0, "position": "-391.00;-244.00", "size": "224;21", "children": [{"name": null, "role": "AXStaticText", "description": "jsonpatch", "role_description": "text", "value": 0, "position": "-391.00;-244.00", "size": "224;21", "children": []}]}, {"name": null, "role": "AXCell", "description": "1.33", "role_description": "cell", "value": 0, "position": "-391.00;-244.00", "size": "225;21", "children": [{"name": null, "role": "AXStaticText", "description": "1.33", "role_description": "text", "value": 0, "position": "-391.00;-244.00", "size": "225;21", "children": []}]}, {"name": null, "role": "AXCell", "description": "1.33", "role_description": "cell", "value": 0, "position": "-391.00;-244.00", "size": "224;21", "children": [{"name": null, "role": "AXStaticText", "description": "1.33", "role_description": "text", "value": 0, "position": "-391.00;-244.00", "size": "224;21", "children": []}]}]}, {"name": null, "role": "AXRow", "description": "jsonpointer, 2.1, 2.1", "role_description": "row", "value": 0, "position": "-391.00;-244.00", "size": "673;21", "children": [{"name": null, "role": "AXCell", "description": "jsonpointer", "role_description": "cell", "value": 0, "position": "-391.00;-244.00", "size": "224;21", "children": [{"name": null, "role": "AXStaticText", "description": "jsonpointer", "role_description": "text", "value": 0, "position": "-391.00;-244.00", "size": "224;21", "children": []}]}, {"name": null, "role": "AXCell", "description": "2.1", "role_description": "cell", "value": 0, "position": "-391.00;-244.00", "size": "225;21", "children": [{"name": null, "role": "AXStaticText", "description": "2.1", "role_description": "text", "value": 0, "position": "-391.00;-244.00", "size": "225;21", "children": []}]}, {"name": null, "role": "AXCell", "description": "2.1", "role_description": "cell", "value": 0, "position": "-391.00;-244.00", "size": "224;21", "children": [{"name": null, "role": "AXStaticText", "description": "2.1", "role_description": "text", "value": 0, "position": "-391.00;-244.00", "size": "224;21", "children": []}]}]}, {"name": null, "role": "AXRow", "description": "krb5, 1.20.1, 1.20.1", "role_description": "row", "value": 0, "position": "-391.00;-244.00", "size": "673;21", "children": [{"name": null, "role": "AXCell", "description": "krb5", "role_description": "cell", "value": 0, "position": "-391.00;-244.00", "size": "224;21", "children": [{"name": null, "role": "AXStaticText", "description": "krb5", "role_description": "text", "value": 0, "position": "-391.00;-244.00", "size": "224;21", "children": []}]}, {"name": null, "role": "AXCell", "description": "1.20.1", "role_description": "cell", "value": 0, "position": "-391.00;-244.00", "size": "225;21", "children": [{"name": null, "role": "AXStaticText", "description": "1.20.1", "role_description": "text", "value": 0, "position": "-391.00;-244.00", "size": "225;21", "children": []}]}, {"name": null, "role": "AXCell", "description": "1.20.1", "role_description": "cell", "value": 0, "position": "-391.00;-244.00", "size": "224;21", "children": [{"name": null, "role": "AXStaticText", "description": "1.20.1", "role_description": "text", "value": 0, "position": "-391.00;-244.00", "size": "224;21", "children": []}]}]}, {"name": null, "role": "AXRow", "description": "libarchive, 3.6.2, 3.6.2", "role_description": "row", "value": 0, "position": "-391.00;-244.00", "size": "673;21", "children": [{"name": null, "role": "AXCell", "description": "libarchive", "role_description": "cell", "value": 0, "position": "-391.00;-244.00", "size": "224;21", "children": [{"name": null, "role": "AXStaticText", "description": "libarchive", "role_description": "text", "value": 0, "position": "-391.00;-244.00", "size": "224;21", "children": []}]}, {"name": null, "role": "AXCell", "description": "3.6.2", "role_description": "cell", "value": 0, "position": "-391.00;-244.00", "size": "225;21", "children": [{"name": null, "role": "AXStaticText", "description": "3.6.2", "role_description": "text", "value": 0, "position": "-391.00;-244.00", "size": "225;21", "children": []}]}, {"name": null, "role": "AXCell", "description": "3.6.2", "role_description": "cell", "value": 0, "position": "-391.00;-244.00", "size": "224;21", "children": [{"name": null, "role": "AXStaticText", "description": "3.6.2", "role_description": "text", "value": 0, "position": "-391.00;-244.00", "size": "224;21", "children": []}]}]}, {"name": null, "role": "AXRow", "description": "libcurl, 8.7.1, 8.7.1", "role_description": "row", "value": 0, "position": "-391.00;-244.00", "size": "673;21", "children": [{"name": null, "role": "AXCell", "description": "libcurl", "role_description": "cell", "value": 0, "position": "-391.00;-244.00", "size": "224;21", "children": [{"name": null, "role": "AXStaticText", "description": "libcurl", "role_description": "text", "value": 0, "position": "-391.00;-244.00", "size": "224;21", "children": []}]}, {"name": null, "role": "AXCell", "description": "8.7.1", "role_description": "cell", "value": 0, "position": "-391.00;-244.00", "size": "225;21", "children": [{"name": null, "role": "AXStaticText", "description": "8.7.1", "role_description": "text", "value": 0, "position": "-391.00;-244.00", "size": "225;21", "children": []}]}, {"name": null, "role": "AXCell", "description": "8.7.1", "role_description": "cell", "value": 0, "position": "-391.00;-244.00", "size": "224;21", "children": [{"name": null, "role": "AXStaticText", "description": "8.7.1", "role_description": "text", "value": 0, "position": "-391.00;-244.00", "size": "224;21", "children": []}]}]}, {"name": null, "role": "AXRow", "description": "libcxx, 14.0.6, 14.0.6", "role_description": "row", "value": 0, "position": "-391.00;-244.00", "size": "673;21", "children": [{"name": null, "role": "AXCell", "description": "libcxx", "role_description": "cell", "value": 0, "position": "-391.00;-244.00", "size": "224;21", "children": [{"name": null, "role": "AXStaticText", "description": "libcxx", "role_description": "text", "value": 0, "position": "-391.00;-244.00", "size": "224;21", "children": []}]}, {"name": null, "role": "AXCell", "description": "14.0.6", "role_description": "cell", "value": 0, "position": "-391.00;-244.00", "size": "225;21", "children": [{"name": null, "role": "AXStaticText", "description": "14.0.6", "role_description": "text", "value": 0, "position": "-391.00;-244.00", "size": "225;21", "children": []}]}, {"name": null, "role": "AXCell", "description": "14.0.6", "role_description": "cell", "value": 0, "position": "-391.00;-244.00", "size": "224;21", "children": [{"name": null, "role": "AXStaticText", "description": "14.0.6", "role_description": "text", "value": 0, "position": "-391.00;-244.00", "size": "224;21", "children": []}]}]}, {"name": null, "role": "AXRow", "description": "libedit, 3.1.20230828, 3.1.20230828", "role_description": "row", "value": 0, "position": "-391.00;-244.00", "size": "673;21", "children": [{"name": null, "role": "AXCell", "description": "libedit", "role_description": "cell", "value": 0, "position": "-391.00;-244.00", "size": "224;21", "children": [{"name": null, "role": "AXStaticText", "description": "libedit", "role_description": "text", "value": 0, "position": "-391.00;-244.00", "size": "224;21", "children": []}]}, {"name": null, "role": "AXCell", "description": "3.1.20230828", "role_description": "cell", "value": 0, "position": "-391.00;-244.00", "size": "225;21", "children": [{"name": null, "role": "AXStaticText", "description": "3.1.20230828", "role_description": "text", "value": 0, "position": "-391.00;-244.00", "size": "225;21", "children": []}]}, {"name": null, "role": "AXCell", "description": "3.1.20230828", "role_description": "cell", "value": 0, "position": "-391.00;-244.00", "size": "224;21", "children": [{"name": null, "role": "AXStaticText", "description": "3.1.20230828", "role_description": "text", "value": 0, "position": "-391.00;-244.00", "size": "224;21", "children": []}]}]}, {"name": null, "role": "AXRow", "description": "libev, 4.33, 4.33", "role_description": "row", "value": 0, "position": "-391.00;-244.00", "size": "673;21", "children": [{"name": null, "role": "AXCell", "description": "libev", "role_description": "cell", "value": 0, "position": "-391.00;-244.00", "size": "224;21", "children": [{"name": null, "role": "AXStaticText", "description": "libev", "role_description": "text", "value": 0, "position": "-391.00;-244.00", "size": "224;21", "children": []}]}, {"name": null, "role": "AXCell", "description": "4.33", "role_description": "cell", "value": 0, "position": "-391.00;-244.00", "size": "225;21", "children": [{"name": null, "role": "AXStaticText", "description": "4.33", "role_description": "text", "value": 0, "position": "-391.00;-244.00", "size": "225;21", "children": []}]}, {"name": null, "role": "AXCell", "description": "4.33", "role_description": "cell", "value": 0, "position": "-391.00;-244.00", "size": "224;21", "children": [{"name": null, "role": "AXStaticText", "description": "4.33", "role_description": "text", "value": 0, "position": "-391.00;-244.00", "size": "224;21", "children": []}]}]}, {"name": null, "role": "AXRow", "description": "libffi, 3.4.4, 3.4.4", "role_description": "row", "value": 0, "position": "-391.00;-244.00", "size": "673;21", "children": [{"name": null, "role": "AXCell", "description": "libffi", "role_description": "cell", "value": 0, "position": "-391.00;-244.00", "size": "224;21", "children": [{"name": null, "role": "AXStaticText", "description": "libffi", "role_description": "text", "value": 0, "position": "-391.00;-244.00", "size": "224;21", "children": []}]}, {"name": null, "role": "AXCell", "description": "3.4.4", "role_description": "cell", "value": 0, "position": "-391.00;-244.00", "size": "225;21", "children": [{"name": null, "role": "AXStaticText", "description": "3.4.4", "role_description": "text", "value": 0, "position": "-391.00;-244.00", "size": "225;21", "children": []}]}, {"name": null, "role": "AXCell", "description": "3.4.4", "role_description": "cell", "value": 0, "position": "-391.00;-244.00", "size": "224;21", "children": [{"name": null, "role": "AXStaticText", "description": "3.4.4", "role_description": "text", "value": 0, "position": "-391.00;-244.00", "size": "224;21", "children": []}]}]}, {"name": null, "role": "AXRow", "description": "libiconv, 1.16, 1.16", "role_description": "row", "value": 0, "position": "-391.00;-244.00", "size": "673;21", "children": [{"name": null, "role": "AXCell", "description": "libiconv", "role_description": "cell", "value": 0, "position": "-391.00;-244.00", "size": "224;21", "children": [{"name": null, "role": "AXStaticText", "description": "libiconv", "role_description": "text", "value": 0, "position": "-391.00;-244.00", "size": "224;21", "children": []}]}, {"name": null, "role": "AXCell", "description": "1.16", "role_description": "cell", "value": 0, "position": "-391.00;-244.00", "size": "225;21", "children": [{"name": null, "role": "AXStaticText", "description": "1.16", "role_description": "text", "value": 0, "position": "-391.00;-244.00", "size": "225;21", "children": []}]}, {"name": null, "role": "AXCell", "description": "1.16", "role_description": "cell", "value": 0, "position": "-391.00;-244.00", "size": "224;21", "children": [{"name": null, "role": "AXStaticText", "description": "1.16", "role_description": "text", "value": 0, "position": "-391.00;-244.00", "size": "224;21", "children": []}]}]}, {"name": null, "role": "AXRow", "description": "libmamba, 1.5.8, 1.5.8", "role_description": "row", "value": 0, "position": "-391.00;-244.00", "size": "673;21", "children": [{"name": null, "role": "AXCell", "description": "libmamba", "role_description": "cell", "value": 0, "position": "-391.00;-244.00", "size": "224;21", "children": [{"name": null, "role": "AXStaticText", "description": "libmamba", "role_description": "text", "value": 0, "position": "-391.00;-244.00", "size": "224;21", "children": []}]}, {"name": null, "role": "AXCell", "description": "1.5.8", "role_description": "cell", "value": 0, "position": "-391.00;-244.00", "size": "225;21", "children": [{"name": null, "role": "AXStaticText", "description": "1.5.8", "role_description": "text", "value": 0, "position": "-391.00;-244.00", "size": "225;21", "children": []}]}, {"name": null, "role": "AXCell", "description": "1.5.8", "role_description": "cell", "value": 0, "position": "-391.00;-244.00", "size": "224;21", "children": [{"name": null, "role": "AXStaticText", "description": "1.5.8", "role_description": "text", "value": 0, "position": "-391.00;-244.00", "size": "224;21", "children": []}]}]}, {"name": null, "role": "AXRow", "description": "libmambapy, 1.5.8, 1.5.8", "role_description": "row", "value": 0, "position": "-391.00;-244.00", "size": "673;21", "children": [{"name": null, "role": "AXCell", "description": "libmambapy", "role_description": "cell", "value": 0, "position": "-391.00;-244.00", "size": "224;21", "children": [{"name": null, "role": "AXStaticText", "description": "libmambapy", "role_description": "text", "value": 0, "position": "-391.00;-244.00", "size": "224;21", "children": []}]}, {"name": null, "role": "AXCell", "description": "1.5.8", "role_description": "cell", "value": 0, "position": "-391.00;-244.00", "size": "225;21", "children": [{"name": null, "role": "AXStaticText", "description": "1.5.8", "role_description": "text", "value": 0, "position": "-391.00;-244.00", "size": "225;21", "children": []}]}, {"name": null, "role": "AXCell", "description": "1.5.8", "role_description": "cell", "value": 0, "position": "-391.00;-244.00", "size": "224;21", "children": [{"name": null, "role": "AXStaticText", "description": "1.5.8", "role_description": "text", "value": 0, "position": "-391.00;-244.00", "size": "224;21", "children": []}]}]}, {"name": null, "role": "AXRow", "description": "libnghttp2, 1.57.0, 1.57.0", "role_description": "row", "value": 0, "position": "-391.00;-244.00", "size": "673;21", "children": [{"name": null, "role": "AXCell", "description": "libnghttp2", "role_description": "cell", "value": 0, "position": "-391.00;-244.00", "size": "224;21", "children": [{"name": null, "role": "AXStaticText", "description": "libnghttp2", "role_description": "text", "value": 0, "position": "-391.00;-244.00", "size": "224;21", "children": []}]}, {"name": null, "role": "AXCell", "description": "1.57.0", "role_description": "cell", "value": 0, "position": "-391.00;-244.00", "size": "225;21", "children": [{"name": null, "role": "AXStaticText", "description": "1.57.0", "role_description": "text", "value": 0, "position": "-391.00;-244.00", "size": "225;21", "children": []}]}, {"name": null, "role": "AXCell", "description": "1.57.0", "role_description": "cell", "value": 0, "position": "-391.00;-244.00", "size": "224;21", "children": [{"name": null, "role": "AXStaticText", "description": "1.57.0", "role_description": "text", "value": 0, "position": "-391.00;-244.00", "size": "224;21", "children": []}]}]}, {"name": null, "role": "AXRow", "description": "libsolv, 0.7.24, 0.7.24", "role_description": "row", "value": 0, "position": "-391.00;-244.00", "size": "673;21", "children": [{"name": null, "role": "AXCell", "description": "libsolv", "role_description": "cell", "value": 0, "position": "-391.00;-244.00", "size": "224;21", "children": [{"name": null, "role": "AXStaticText", "description": "libsolv", "role_description": "text", "value": 0, "position": "-391.00;-244.00", "size": "224;21", "children": []}]}, {"name": null, "role": "AXCell", "description": "0.7.24", "role_description": "cell", "value": 0, "position": "-391.00;-244.00", "size": "225;21", "children": [{"name": null, "role": "AXStaticText", "description": "0.7.24", "role_description": "text", "value": 0, "position": "-391.00;-244.00", "size": "225;21", "children": []}]}, {"name": null, "role": "AXCell", "description": "0.7.24", "role_description": "cell", "value": 0, "position": "-391.00;-244.00", "size": "224;21", "children": [{"name": null, "role": "AXStaticText", "description": "0.7.24", "role_description": "text", "value": 0, "position": "-391.00;-244.00", "size": "224;21", "children": []}]}]}, {"name": null, "role": "AXRow", "description": "libssh2, 1.11.0, 1.11.0", "role_description": "row", "value": 0, "position": "-391.00;-244.00", "size": "673;21", "children": [{"name": null, "role": "AXCell", "description": "libssh2", "role_description": "cell", "value": 0, "position": "-391.00;-244.00", "size": "224;21", "children": [{"name": null, "role": "AXStaticText", "description": "libssh2", "role_description": "text", "value": 0, "position": "-391.00;-244.00", "size": "224;21", "children": []}]}, {"name": null, "role": "AXCell", "description": "1.11.0", "role_description": "cell", "value": 0, "position": "-391.00;-244.00", "size": "225;21", "children": [{"name": null, "role": "AXStaticText", "description": "1.11.0", "role_description": "text", "value": 0, "position": "-391.00;-244.00", "size": "225;21", "children": []}]}, {"name": null, "role": "AXCell", "description": "1.11.0", "role_description": "cell", "value": 0, "position": "-391.00;-244.00", "size": "224;21", "children": [{"name": null, "role": "AXStaticText", "description": "1.11.0", "role_description": "text", "value": 0, "position": "-391.00;-244.00", "size": "224;21", "children": []}]}]}, {"name": null, "role": "AXRow", "description": "libxml2, 2.10.4, 2.13.1", "role_description": "row", "value": 0, "position": "-391.00;-244.00", "size": "673;21", "children": [{"name": null, "role": "AXCell", "description": "libxml2", "role_description": "cell", "value": 0, "position": "-391.00;-244.00", "size": "224;21", "children": [{"name": null, "role": "AXStaticText", "description": "libxml2", "role_description": "text", "value": 0, "position": "-391.00;-244.00", "size": "224;21", "children": []}]}, {"name": null, "role": "AXCell", "description": "2.10.4", "role_description": "cell", "value": 0, "position": "-391.00;-244.00", "size": "225;21", "children": [{"name": null, "role": "AXStaticText", "description": "2.10.4", "role_description": "text", "value": 0, "position": "-391.00;-244.00", "size": "225;21", "children": []}]}, {"name": null, "role": "AXCell", "description": "2.13.1", "role_description": "cell", "value": 0, "position": "-391.00;-244.00", "size": "224;21", "children": [{"name": null, "role": "AXStaticText", "description": "2.13.1", "role_description": "text", "value": 0, "position": "-391.00;-244.00", "size": "224;21", "children": []}]}]}, {"name": null, "role": "AXRow", "description": "lz4-c, 1.9.4, 1.9.4", "role_description": "row", "value": 0, "position": "-391.00;-244.00", "size": "673;21", "children": [{"name": null, "role": "AXCell", "description": "lz4-c", "role_description": "cell", "value": 0, "position": "-391.00;-244.00", "size": "224;21", "children": [{"name": null, "role": "AXStaticText", "description": "lz4-c", "role_description": "text", "value": 0, "position": "-391.00;-244.00", "size": "224;21", "children": []}]}, {"name": null, "role": "AXCell", "description": "1.9.4", "role_description": "cell", "value": 0, "position": "-391.00;-244.00", "size": "225;21", "children": [{"name": null, "role": "AXStaticText", "description": "1.9.4", "role_description": "text", "value": 0, "position": "-391.00;-244.00", "size": "225;21", "children": []}]}, {"name": null, "role": "AXCell", "description": "1.9.4", "role_description": "cell", "value": 0, "position": "-391.00;-244.00", "size": "224;21", "children": [{"name": null, "role": "AXStaticText", "description": "1.9.4", "role_description": "text", "value": 0, "position": "-391.00;-244.00", "size": "224;21", "children": []}]}]}, {"name": null, "role": "AXRow", "description": "menuinst, 2.1.1, 2.1.2", "role_description": "row", "value": 0, "position": "-391.00;-244.00", "size": "673;21", "children": [{"name": null, "role": "AXCell", "description": "menuinst", "role_description": "cell", "value": 0, "position": "-391.00;-244.00", "size": "224;21", "children": [{"name": null, "role": "AXStaticText", "description": "menuinst", "role_description": "text", "value": 0, "position": "-391.00;-244.00", "size": "224;21", "children": []}]}, {"name": null, "role": "AXCell", "description": "2.1.1", "role_description": "cell", "value": 0, "position": "-391.00;-244.00", "size": "225;21", "children": [{"name": null, "role": "AXStaticText", "description": "2.1.1", "role_description": "text", "value": 0, "position": "-391.00;-244.00", "size": "225;21", "children": []}]}, {"name": null, "role": "AXCell", "description": "2.1.2", "role_description": "cell", "value": 0, "position": "-391.00;-244.00", "size": "224;21", "children": [{"name": null, "role": "AXStaticText", "description": "2.1.2", "role_description": "text", "value": 0, "position": "-391.00;-244.00", "size": "224;21", "children": []}]}]}, {"name": null, "role": "AXRow", "description": "ncurses, 6.4, 6.4", "role_description": "row", "value": 0, "position": "-391.00;-244.00", "size": "673;21", "children": [{"name": null, "role": "AXCell", "description": "ncurses", "role_description": "cell", "value": 0, "position": "-391.00;-244.00", "size": "224;21", "children": [{"name": null, "role": "AXStaticText", "description": "ncurses", "role_description": "text", "value": 0, "position": "-391.00;-244.00", "size": "224;21", "children": []}]}, {"name": null, "role": "AXCell", "description": "6.4", "role_description": "cell", "value": 0, "position": "-391.00;-244.00", "size": "225;21", "children": [{"name": null, "role": "AXStaticText", "description": "6.4", "role_description": "text", "value": 0, "position": "-391.00;-244.00", "size": "225;21", "children": []}]}, {"name": null, "role": "AXCell", "description": "6.4", "role_description": "cell", "value": 0, "position": "-391.00;-244.00", "size": "224;21", "children": [{"name": null, "role": "AXStaticText", "description": "6.4", "role_description": "text", "value": 0, "position": "-391.00;-244.00", "size": "224;21", "children": []}]}]}, {"name": null, "role": "AXRow", "description": "openssl, 3.0.14, 3.0.14", "role_description": "row", "value": 0, "position": "-391.00;-244.00", "size": "673;21", "children": [{"name": null, "role": "AXCell", "description": "openssl", "role_description": "cell", "value": 0, "position": "-391.00;-244.00", "size": "224;21", "children": [{"name": null, "role": "AXStaticText", "description": "openssl", "role_description": "text", "value": 0, "position": "-391.00;-244.00", "size": "224;21", "children": []}]}, {"name": null, "role": "AXCell", "description": "3.0.14", "role_description": "cell", "value": 0, "position": "-391.00;-244.00", "size": "225;21", "children": [{"name": null, "role": "AXStaticText", "description": "3.0.14", "role_description": "text", "value": 0, "position": "-391.00;-244.00", "size": "225;21", "children": []}]}, {"name": null, "role": "AXCell", "description": "3.0.14", "role_description": "cell", "value": 0, "position": "-391.00;-244.00", "size": "224;21", "children": [{"name": null, "role": "AXStaticText", "description": "3.0.14", "role_description": "text", "value": 0, "position": "-391.00;-244.00", "size": "224;21", "children": []}]}]}, {"name": null, "role": "AXRow", "description": "packaging, 23.2, 24.1", "role_description": "row", "value": 0, "position": "-391.00;-244.00", "size": "673;21", "children": [{"name": null, "role": "AXCell", "description": "packaging", "role_description": "cell", "value": 0, "position": "-391.00;-244.00", "size": "224;21", "children": [{"name": null, "role": "AXStaticText", "description": "packaging", "role_description": "text", "value": 0, "position": "-391.00;-244.00", "size": "224;21", "children": []}]}, {"name": null, "role": "AXCell", "description": "23.2", "role_description": "cell", "value": 0, "position": "-391.00;-244.00", "size": "225;21", "children": [{"name": null, "role": "AXStaticText", "description": "23.2", "role_description": "text", "value": 0, "position": "-391.00;-244.00", "size": "225;21", "children": []}]}, {"name": null, "role": "AXCell", "description": "24.1", "role_description": "cell", "value": 0, "position": "-391.00;-244.00", "size": "224;21", "children": [{"name": null, "role": "AXStaticText", "description": "24.1", "role_description": "text", "value": 0, "position": "-391.00;-244.00", "size": "224;21", "children": []}]}]}, {"name": null, "role": "AXRow", "description": "pcre2, 10.42, 10.42", "role_description": "row", "value": 0, "position": "-391.00;-244.00", "size": "673;21", "children": [{"name": null, "role": "AXCell", "description": "pcre2", "role_description": "cell", "value": 0, "position": "-391.00;-244.00", "size": "224;21", "children": [{"name": null, "role": "AXStaticText", "description": "pcre2", "role_description": "text", "value": 0, "position": "-391.00;-244.00", "size": "224;21", "children": []}]}, {"name": null, "role": "AXCell", "description": "10.42", "role_description": "cell", "value": 0, "position": "-391.00;-244.00", "size": "225;21", "children": [{"name": null, "role": "AXStaticText", "description": "10.42", "role_description": "text", "value": 0, "position": "-391.00;-244.00", "size": "225;21", "children": []}]}, {"name": null, "role": "AXCell", "description": "10.42", "role_description": "cell", "value": 0, "position": "-391.00;-244.00", "size": "224;21", "children": [{"name": null, "role": "AXStaticText", "description": "10.42", "role_description": "text", "value": 0, "position": "-391.00;-244.00", "size": "224;21", "children": []}]}]}, {"name": null, "role": "AXRow", "description": "pip, 24.0, 24.2", "role_description": "row", "value": 0, "position": "-391.00;-244.00", "size": "673;21", "children": [{"name": null, "role": "AXCell", "description": "pip", "role_description": "cell", "value": 0, "position": "-391.00;-244.00", "size": "224;21", "children": [{"name": null, "role": "AXStaticText", "description": "pip", "role_description": "text", "value": 0, "position": "-391.00;-244.00", "size": "224;21", "children": []}]}, {"name": null, "role": "AXCell", "description": "24.0", "role_description": "cell", "value": 0, "position": "-391.00;-244.00", "size": "225;21", "children": [{"name": null, "role": "AXStaticText", "description": "24.0", "role_description": "text", "value": 0, "position": "-391.00;-244.00", "size": "225;21", "children": []}]}, {"name": null, "role": "AXCell", "description": "24.2", "role_description": "cell", "value": 0, "position": "-391.00;-244.00", "size": "224;21", "children": [{"name": null, "role": "AXStaticText", "description": "24.2", "role_description": "text", "value": 0, "position": "-391.00;-244.00", "size": "224;21", "children": []}]}]}, {"name": null, "role": "AXRow", "description": "platformdirs, 3.10.0, 3.10.0", "role_description": "row", "value": 0, "position": "-391.00;-244.00", "size": "673;21", "children": [{"name": null, "role": "AXCell", "description": "platformdirs", "role_description": "cell", "value": 0, "position": "-391.00;-244.00", "size": "224;21", "children": [{"name": null, "role": "AXStaticText", "description": "platformdirs", "role_description": "text", "value": 0, "position": "-391.00;-244.00", "size": "224;21", "children": []}]}, {"name": null, "role": "AXCell", "description": "3.10.0", "role_description": "cell", "value": 0, "position": "-391.00;-244.00", "size": "225;21", "children": [{"name": null, "role": "AXStaticText", "description": "3.10.0", "role_description": "text", "value": 0, "position": "-391.00;-244.00", "size": "225;21", "children": []}]}, {"name": null, "role": "AXCell", "description": "3.10.0", "role_description": "cell", "value": 0, "position": "-391.00;-244.00", "size": "224;21", "children": [{"name": null, "role": "AXStaticText", "description": "3.10.0", "role_description": "text", "value": 0, "position": "-391.00;-244.00", "size": "224;21", "children": []}]}]}, {"name": null, "role": "AXRow", "description": "pluggy, 1.0.0, 1.0.0", "role_description": "row", "value": 0, "position": "-391.00;-244.00", "size": "673;21", "children": [{"name": null, "role": "AXCell", "description": "pluggy", "role_description": "cell", "value": 0, "position": "-391.00;-244.00", "size": "224;21", "children": [{"name": null, "role": "AXStaticText", "description": "pluggy", "role_description": "text", "value": 0, "position": "-391.00;-244.00", "size": "224;21", "children": []}]}, {"name": null, "role": "AXCell", "description": "1.0.0", "role_description": "cell", "value": 0, "position": "-391.00;-244.00", "size": "225;21", "children": [{"name": null, "role": "AXStaticText", "description": "1.0.0", "role_description": "text", "value": 0, "position": "-391.00;-244.00", "size": "225;21", "children": []}]}, {"name": null, "role": "AXCell", "description": "1.0.0", "role_description": "cell", "value": 0, "position": "-391.00;-244.00", "size": "224;21", "children": [{"name": null, "role": "AXStaticText", "description": "1.0.0", "role_description": "text", "value": 0, "position": "-391.00;-244.00", "size": "224;21", "children": []}]}]}, {"name": null, "role": "AXRow", "description": "pybind11-abi, 5, 5", "role_description": "row", "value": 0, "position": "-391.00;-244.00", "size": "673;21", "children": [{"name": null, "role": "AXCell", "description": "pybind11-abi", "role_description": "cell", "value": 0, "position": "-391.00;-244.00", "size": "224;21", "children": [{"name": null, "role": "AXStaticText", "description": "pybind11-abi", "role_description": "text", "value": 0, "position": "-391.00;-244.00", "size": "224;21", "children": []}]}, {"name": null, "role": "AXCell", "description": "5", "role_description": "cell", "value": 0, "position": "-391.00;-244.00", "size": "225;21", "children": [{"name": null, "role": "AXStaticText", "description": "5", "role_description": "text", "value": 0, "position": "-391.00;-244.00", "size": "225;21", "children": []}]}, {"name": null, "role": "AXCell", "description": "5", "role_description": "cell", "value": 0, "position": "-391.00;-244.00", "size": "224;21", "children": [{"name": null, "role": "AXStaticText", "description": "5", "role_description": "text", "value": 0, "position": "-391.00;-244.00", "size": "224;21", "children": []}]}]}, {"name": null, "role": "AXRow", "description": "pycosat, 0.6.6, 0.6.6", "role_description": "row", "value": 0, "position": "-391.00;-244.00", "size": "673;21", "children": [{"name": null, "role": "AXCell", "description": "pycosat", "role_description": "cell", "value": 0, "position": "-391.00;-244.00", "size": "224;21", "children": [{"name": null, "role": "AXStaticText", "description": "pycosat", "role_description": "text", "value": 0, "position": "-391.00;-244.00", "size": "224;21", "children": []}]}, {"name": null, "role": "AXCell", "description": "0.6.6", "role_description": "cell", "value": 0, "position": "-391.00;-244.00", "size": "225;21", "children": [{"name": null, "role": "AXStaticText", "description": "0.6.6", "role_description": "text", "value": 0, "position": "-391.00;-244.00", "size": "225;21", "children": []}]}, {"name": null, "role": "AXCell", "description": "0.6.6", "role_description": "cell", "value": 0, "position": "-391.00;-244.00", "size": "224;21", "children": [{"name": null, "role": "AXStaticText", "description": "0.6.6", "role_description": "text", "value": 0, "position": "-391.00;-244.00", "size": "224;21", "children": []}]}]}, {"name": null, "role": "AXRow", "description": "pycparser, 2.21, 2.21", "role_description": "row", "value": 0, "position": "-391.00;-244.00", "size": "673;21", "children": [{"name": null, "role": "AXCell", "description": "pycparser", "role_description": "cell", "value": 0, "position": "-391.00;-244.00", "size": "224;21", "children": [{"name": null, "role": "AXStaticText", "description": "pycparser", "role_description": "text", "value": 0, "position": "-391.00;-244.00", "size": "224;21", "children": []}]}, {"name": null, "role": "AXCell", "description": "2.21", "role_description": "cell", "value": 0, "position": "-391.00;-244.00", "size": "225;21", "children": [{"name": null, "role": "AXStaticText", "description": "2.21", "role_description": "text", "value": 0, "position": "-391.00;-244.00", "size": "225;21", "children": []}]}, {"name": null, "role": "AXCell", "description": "2.21", "role_description": "cell", "value": 0, "position": "-391.00;-244.00", "size": "224;21", "children": [{"name": null, "role": "AXStaticText", "description": "2.21", "role_description": "text", "value": 0, "position": "-391.00;-244.00", "size": "224;21", "children": []}]}]}, {"name": null, "role": "AXRow", "description": "pysocks, 1.7.1, 1.7.1", "role_description": "row", "value": 0, "position": "-391.00;-244.00", "size": "673;21", "children": [{"name": null, "role": "AXCell", "description": "pysocks", "role_description": "cell", "value": 0, "position": "-391.00;-244.00", "size": "224;21", "children": [{"name": null, "role": "AXStaticText", "description": "pysocks", "role_description": "text", "value": 0, "position": "-391.00;-244.00", "size": "224;21", "children": []}]}, {"name": null, "role": "AXCell", "description": "1.7.1", "role_description": "cell", "value": 0, "position": "-391.00;-244.00", "size": "225;21", "children": [{"name": null, "role": "AXStaticText", "description": "1.7.1", "role_description": "text", "value": 0, "position": "-391.00;-244.00", "size": "225;21", "children": []}]}, {"name": null, "role": "AXCell", "description": "1.7.1", "role_description": "cell", "value": 0, "position": "-391.00;-244.00", "size": "224;21", "children": [{"name": null, "role": "AXStaticText", "description": "1.7.1", "role_description": "text", "value": 0, "position": "-391.00;-244.00", "size": "224;21", "children": []}]}]}, {"name": null, "role": "AXRow", "description": "python, 3.12.4, 3.12.4", "role_description": "row", "value": 0, "position": "-391.00;-244.00", "size": "673;21", "children": [{"name": null, "role": "AXCell", "description": "python", "role_description": "cell", "value": 0, "position": "-391.00;-244.00", "size": "224;21", "children": [{"name": null, "role": "AXStaticText", "description": "python", "role_description": "text", "value": 0, "position": "-391.00;-244.00", "size": "224;21", "children": []}]}, {"name": null, "role": "AXCell", "description": "3.12.4", "role_description": "cell", "value": 0, "position": "-391.00;-244.00", "size": "225;21", "children": [{"name": null, "role": "AXStaticText", "description": "3.12.4", "role_description": "text", "value": 0, "position": "-391.00;-244.00", "size": "225;21", "children": []}]}, {"name": null, "role": "AXCell", "description": "3.12.4", "role_description": "cell", "value": 0, "position": "-391.00;-244.00", "size": "224;21", "children": [{"name": null, "role": "AXStaticText", "description": "3.12.4", "role_description": "text", "value": 0, "position": "-391.00;-244.00", "size": "224;21", "children": []}]}]}, {"name": null, "role": "AXRow", "description": "python.app, 3, 3", "role_description": "row", "value": 0, "position": "-391.00;-244.00", "size": "673;21", "children": [{"name": null, "role": "AXCell", "description": "python.app", "role_description": "cell", "value": 0, "position": "-391.00;-244.00", "size": "224;21", "children": [{"name": null, "role": "AXStaticText", "description": "python.app", "role_description": "text", "value": 0, "position": "-391.00;-244.00", "size": "224;21", "children": []}]}, {"name": null, "role": "AXCell", "description": "3", "role_description": "cell", "value": 0, "position": "-391.00;-244.00", "size": "225;21", "children": [{"name": null, "role": "AXStaticText", "description": "3", "role_description": "text", "value": 0, "position": "-391.00;-244.00", "size": "225;21", "children": []}]}, {"name": null, "role": "AXCell", "description": "3", "role_description": "cell", "value": 0, "position": "-391.00;-244.00", "size": "224;21", "children": [{"name": null, "role": "AXStaticText", "description": "3", "role_description": "text", "value": 0, "position": "-391.00;-244.00", "size": "224;21", "children": []}]}]}, {"name": null, "role": "AXRow", "description": "readline, 8.2, 8.2", "role_description": "row", "value": 0, "position": "-391.00;-244.00", "size": "673;21", "children": [{"name": null, "role": "AXCell", "description": "readline", "role_description": "cell", "value": 0, "position": "-391.00;-244.00", "size": "224;21", "children": [{"name": null, "role": "AXStaticText", "description": "readline", "role_description": "text", "value": 0, "position": "-391.00;-244.00", "size": "224;21", "children": []}]}, {"name": null, "role": "AXCell", "description": "8.2", "role_description": "cell", "value": 0, "position": "-391.00;-244.00", "size": "225;21", "children": [{"name": null, "role": "AXStaticText", "description": "8.2", "role_description": "text", "value": 0, "position": "-391.00;-244.00", "size": "225;21", "children": []}]}, {"name": null, "role": "AXCell", "description": "8.2", "role_description": "cell", "value": 0, "position": "-391.00;-244.00", "size": "224;21", "children": [{"name": null, "role": "AXStaticText", "description": "8.2", "role_description": "text", "value": 0, "position": "-391.00;-244.00", "size": "224;21", "children": []}]}]}, {"name": null, "role": "AXRow", "description": "reproc, 14.2.4, 14.2.4", "role_description": "row", "value": 0, "position": "-391.00;-244.00", "size": "673;21", "children": [{"name": null, "role": "AXCell", "description": "reproc", "role_description": "cell", "value": 0, "position": "-391.00;-244.00", "size": "224;21", "children": [{"name": null, "role": "AXStaticText", "description": "reproc", "role_description": "text", "value": 0, "position": "-391.00;-244.00", "size": "224;21", "children": []}]}, {"name": null, "role": "AXCell", "description": "14.2.4", "role_description": "cell", "value": 0, "position": "-391.00;-244.00", "size": "225;21", "children": [{"name": null, "role": "AXStaticText", "description": "14.2.4", "role_description": "text", "value": 0, "position": "-391.00;-244.00", "size": "225;21", "children": []}]}, {"name": null, "role": "AXCell", "description": "14.2.4", "role_description": "cell", "value": 0, "position": "-391.00;-244.00", "size": "224;21", "children": [{"name": null, "role": "AXStaticText", "description": "14.2.4", "role_description": "text", "value": 0, "position": "-391.00;-244.00", "size": "224;21", "children": []}]}]}, {"name": null, "role": "AXRow", "description": "reproc-cpp, 14.2.4, 14.2.4", "role_description": "row", "value": 0, "position": "-391.00;-244.00", "size": "673;21", "children": [{"name": null, "role": "AXCell", "description": "reproc-cpp", "role_description": "cell", "value": 0, "position": "-391.00;-244.00", "size": "224;21", "children": [{"name": null, "role": "AXStaticText", "description": "reproc-cpp", "role_description": "text", "value": 0, "position": "-391.00;-244.00", "size": "224;21", "children": []}]}, {"name": null, "role": "AXCell", "description": "14.2.4", "role_description": "cell", "value": 0, "position": "-391.00;-244.00", "size": "225;21", "children": [{"name": null, "role": "AXStaticText", "description": "14.2.4", "role_description": "text", "value": 0, "position": "-391.00;-244.00", "size": "225;21", "children": []}]}, {"name": null, "role": "AXCell", "description": "14.2.4", "role_description": "cell", "value": 0, "position": "-391.00;-244.00", "size": "224;21", "children": [{"name": null, "role": "AXStaticText", "description": "14.2.4", "role_description": "text", "value": 0, "position": "-391.00;-244.00", "size": "224;21", "children": []}]}]}, {"name": null, "role": "AXRow", "description": "requests, 2.32.2, 2.32.3", "role_description": "row", "value": 0, "position": "-391.00;-244.00", "size": "673;21", "children": [{"name": null, "role": "AXCell", "description": "requests", "role_description": "cell", "value": 0, "position": "-391.00;-244.00", "size": "224;21", "children": [{"name": null, "role": "AXStaticText", "description": "requests", "role_description": "text", "value": 0, "position": "-391.00;-244.00", "size": "224;21", "children": []}]}, {"name": null, "role": "AXCell", "description": "2.32.2", "role_description": "cell", "value": 0, "position": "-391.00;-244.00", "size": "225;21", "children": [{"name": null, "role": "AXStaticText", "description": "2.32.2", "role_description": "text", "value": 0, "position": "-391.00;-244.00", "size": "225;21", "children": []}]}, {"name": null, "role": "AXCell", "description": "2.32.3", "role_description": "cell", "value": 0, "position": "-391.00;-244.00", "size": "224;21", "children": [{"name": null, "role": "AXStaticText", "description": "2.32.3", "role_description": "text", "value": 0, "position": "-391.00;-244.00", "size": "224;21", "children": []}]}]}, {"name": null, "role": "AXRow", "description": "ruamel.yaml, 0.17.21, 0.17.21", "role_description": "row", "value": 0, "position": "-391.00;-244.00", "size": "673;21", "children": [{"name": null, "role": "AXCell", "description": "ruamel.yaml", "role_description": "cell", "value": 0, "position": "-391.00;-244.00", "size": "224;21", "children": [{"name": null, "role": "AXStaticText", "description": "ruamel.yaml", "role_description": "text", "value": 0, "position": "-391.00;-244.00", "size": "224;21", "children": []}]}, {"name": null, "role": "AXCell", "description": "0.17.21", "role_description": "cell", "value": 0, "position": "-391.00;-244.00", "size": "225;21", "children": [{"name": null, "role": "AXStaticText", "description": "0.17.21", "role_description": "text", "value": 0, "position": "-391.00;-244.00", "size": "225;21", "children": []}]}, {"name": null, "role": "AXCell", "description": "0.17.21", "role_description": "cell", "value": 0, "position": "-391.00;-244.00", "size": "224;21", "children": [{"name": null, "role": "AXStaticText", "description": "0.17.21", "role_description": "text", "value": 0, "position": "-391.00;-244.00", "size": "224;21", "children": []}]}]}, {"name": null, "role": "AXRow", "description": "setuptools, 69.5.1, 72.1.0", "role_description": "row", "value": 0, "position": "-391.00;-244.00", "size": "673;21", "children": [{"name": null, "role": "AXCell", "description": "setuptools", "role_description": "cell", "value": 0, "position": "-391.00;-244.00", "size": "224;21", "children": [{"name": null, "role": "AXStaticText", "description": "setuptools", "role_description": "text", "value": 0, "position": "-391.00;-244.00", "size": "224;21", "children": []}]}, {"name": null, "role": "AXCell", "description": "69.5.1", "role_description": "cell", "value": 0, "position": "-391.00;-244.00", "size": "225;21", "children": [{"name": null, "role": "AXStaticText", "description": "69.5.1", "role_description": "text", "value": 0, "position": "-391.00;-244.00", "size": "225;21", "children": []}]}, {"name": null, "role": "AXCell", "description": "72.1.0", "role_description": "cell", "value": 0, "position": "-391.00;-244.00", "size": "224;21", "children": [{"name": null, "role": "AXStaticText", "description": "72.1.0", "role_description": "text", "value": 0, "position": "-391.00;-244.00", "size": "224;21", "children": []}]}]}, {"name": null, "role": "AXRow", "description": "sqlite, 3.45.3, 3.45.3", "role_description": "row", "value": 0, "position": "-391.00;-244.00", "size": "673;21", "children": [{"name": null, "role": "AXCell", "description": "sqlite", "role_description": "cell", "value": 0, "position": "-391.00;-244.00", "size": "224;21", "children": [{"name": null, "role": "AXStaticText", "description": "sqlite", "role_description": "text", "value": 0, "position": "-391.00;-244.00", "size": "224;21", "children": []}]}, {"name": null, "role": "AXCell", "description": "3.45.3", "role_description": "cell", "value": 0, "position": "-391.00;-244.00", "size": "225;21", "children": [{"name": null, "role": "AXStaticText", "description": "3.45.3", "role_description": "text", "value": 0, "position": "-391.00;-244.00", "size": "225;21", "children": []}]}, {"name": null, "role": "AXCell", "description": "3.45.3", "role_description": "cell", "value": 0, "position": "-391.00;-244.00", "size": "224;21", "children": [{"name": null, "role": "AXStaticText", "description": "3.45.3", "role_description": "text", "value": 0, "position": "-391.00;-244.00", "size": "224;21", "children": []}]}]}, {"name": null, "role": "AXRow", "description": "tk, 8.6.14, 8.6.14", "role_description": "row", "value": 0, "position": "-391.00;-244.00", "size": "673;21", "children": [{"name": null, "role": "AXCell", "description": "tk", "role_description": "cell", "value": 0, "position": "-391.00;-244.00", "size": "224;21", "children": [{"name": null, "role": "AXStaticText", "description": "tk", "role_description": "text", "value": 0, "position": "-391.00;-244.00", "size": "224;21", "children": []}]}, {"name": null, "role": "AXCell", "description": "8.6.14", "role_description": "cell", "value": 0, "position": "-391.00;-244.00", "size": "225;21", "children": [{"name": null, "role": "AXStaticText", "description": "8.6.14", "role_description": "text", "value": 0, "position": "-391.00;-244.00", "size": "225;21", "children": []}]}, {"name": null, "role": "AXCell", "description": "8.6.14", "role_description": "cell", "value": 0, "position": "-391.00;-244.00", "size": "224;21", "children": [{"name": null, "role": "AXStaticText", "description": "8.6.14", "role_description": "text", "value": 0, "position": "-391.00;-244.00", "size": "224;21", "children": []}]}]}, {"name": null, "role": "AXRow", "description": "tqdm, 4.66.4, 4.66.4", "role_description": "row", "value": 0, "position": "-391.00;-244.00", "size": "673;21", "children": [{"name": null, "role": "AXCell", "description": "tqdm", "role_description": "cell", "value": 0, "position": "-391.00;-244.00", "size": "224;21", "children": [{"name": null, "role": "AXStaticText", "description": "tqdm", "role_description": "text", "value": 0, "position": "-391.00;-244.00", "size": "224;21", "children": []}]}, {"name": null, "role": "AXCell", "description": "4.66.4", "role_description": "cell", "value": 0, "position": "-391.00;-244.00", "size": "225;21", "children": [{"name": null, "role": "AXStaticText", "description": "4.66.4", "role_description": "text", "value": 0, "position": "-391.00;-244.00", "size": "225;21", "children": []}]}, {"name": null, "role": "AXCell", "description": "4.66.4", "role_description": "cell", "value": 0, "position": "-391.00;-244.00", "size": "224;21", "children": [{"name": null, "role": "AXStaticText", "description": "4.66.4", "role_description": "text", "value": 0, "position": "-391.00;-244.00", "size": "224;21", "children": []}]}]}, {"name": null, "role": "AXRow", "description": "truststore, 0.8.0, 0.8.0", "role_description": "row", "value": 0, "position": "-391.00;-244.00", "size": "673;21", "children": [{"name": null, "role": "AXCell", "description": "truststore", "role_description": "cell", "value": 0, "position": "-391.00;-244.00", "size": "224;21", "children": [{"name": null, "role": "AXStaticText", "description": "truststore", "role_description": "text", "value": 0, "position": "-391.00;-244.00", "size": "224;21", "children": []}]}, {"name": null, "role": "AXCell", "description": "0.8.0", "role_description": "cell", "value": 0, "position": "-391.00;-244.00", "size": "225;21", "children": [{"name": null, "role": "AXStaticText", "description": "0.8.0", "role_description": "text", "value": 0, "position": "-391.00;-244.00", "size": "225;21", "children": []}]}, {"name": null, "role": "AXCell", "description": "0.8.0", "role_description": "cell", "value": 0, "position": "-391.00;-244.00", "size": "224;21", "children": [{"name": null, "role": "AXStaticText", "description": "0.8.0", "role_description": "text", "value": 0, "position": "-391.00;-244.00", "size": "224;21", "children": []}]}]}, {"name": null, "role": "AXRow", "description": "tzdata, 2024a, 2023d", "role_description": "row", "value": 0, "position": "-391.00;-244.00", "size": "673;21", "children": [{"name": null, "role": "AXCell", "description": "tzdata", "role_description": "cell", "value": 0, "position": "-391.00;-244.00", "size": "224;21", "children": [{"name": null, "role": "AXStaticText", "description": "tzdata", "role_description": "text", "value": 0, "position": "-391.00;-244.00", "size": "224;21", "children": []}]}, {"name": null, "role": "AXCell", "description": "2024a", "role_description": "cell", "value": 0, "position": "-391.00;-244.00", "size": "225;21", "children": [{"name": null, "role": "AXStaticText", "description": "2024a", "role_description": "text", "value": 0, "position": "-391.00;-244.00", "size": "225;21", "children": []}]}, {"name": null, "role": "AXCell", "description": "2023d", "role_description": "cell", "value": 0, "position": "-391.00;-244.00", "size": "224;21", "children": [{"name": null, "role": "AXStaticText", "description": "2023d", "role_description": "text", "value": 0, "position": "-391.00;-244.00", "size": "224;21", "children": []}]}]}, {"name": null, "role": "AXRow", "description": "urllib3, 2.2.2, 2.2.2", "role_description": "row", "value": 0, "position": "-391.00;-244.00", "size": "673;21", "children": [{"name": null, "role": "AXCell", "description": "urllib3", "role_description": "cell", "value": 0, "position": "-391.00;-244.00", "size": "224;21", "children": [{"name": null, "role": "AXStaticText", "description": "urllib3", "role_description": "text", "value": 0, "position": "-391.00;-244.00", "size": "224;21", "children": []}]}, {"name": null, "role": "AXCell", "description": "2.2.2", "role_description": "cell", "value": 0, "position": "-391.00;-244.00", "size": "225;21", "children": [{"name": null, "role": "AXStaticText", "description": "2.2.2", "role_description": "text", "value": 0, "position": "-391.00;-244.00", "size": "225;21", "children": []}]}, {"name": null, "role": "AXCell", "description": "2.2.2", "role_description": "cell", "value": 0, "position": "-391.00;-244.00", "size": "224;21", "children": [{"name": null, "role": "AXStaticText", "description": "2.2.2", "role_description": "text", "value": 0, "position": "-391.00;-244.00", "size": "224;21", "children": []}]}]}, {"name": null, "role": "AXRow", "description": "wheel, 0.43.0, 0.43.0", "role_description": "row", "value": 0, "position": "-391.00;-244.00", "size": "673;21", "children": [{"name": null, "role": "AXCell", "description": "wheel", "role_description": "cell", "value": 0, "position": "-391.00;-244.00", "size": "224;21", "children": [{"name": null, "role": "AXStaticText", "description": "wheel", "role_description": "text", "value": 0, "position": "-391.00;-244.00", "size": "224;21", "children": []}]}, {"name": null, "role": "AXCell", "description": "0.43.0", "role_description": "cell", "value": 0, "position": "-391.00;-244.00", "size": "225;21", "children": [{"name": null, "role": "AXStaticText", "description": "0.43.0", "role_description": "text", "value": 0, "position": "-391.00;-244.00", "size": "225;21", "children": []}]}, {"name": null, "role": "AXCell", "description": "0.43.0", "role_description": "cell", "value": 0, "position": "-391.00;-244.00", "size": "224;21", "children": [{"name": null, "role": "AXStaticText", "description": "0.43.0", "role_description": "text", "value": 0, "position": "-391.00;-244.00", "size": "224;21", "children": []}]}]}, {"name": null, "role": "AXRow", "description": "xz, 5.4.6, 5.4.6", "role_description": "row", "value": 0, "position": "-391.00;-244.00", "size": "673;21", "children": [{"name": null, "role": "AXCell", "description": "xz", "role_description": "cell", "value": 0, "position": "-391.00;-244.00", "size": "224;21", "children": [{"name": null, "role": "AXStaticText", "description": "xz", "role_description": "text", "value": 0, "position": "-391.00;-244.00", "size": "224;21", "children": []}]}, {"name": null, "role": "AXCell", "description": "5.4.6", "role_description": "cell", "value": 0, "position": "-391.00;-244.00", "size": "225;21", "children": [{"name": null, "role": "AXStaticText", "description": "5.4.6", "role_description": "text", "value": 0, "position": "-391.00;-244.00", "size": "225;21", "children": []}]}, {"name": null, "role": "AXCell", "description": "5.4.6", "role_description": "cell", "value": 0, "position": "-391.00;-244.00", "size": "224;21", "children": [{"name": null, "role": "AXStaticText", "description": "5.4.6", "role_description": "text", "value": 0, "position": "-391.00;-244.00", "size": "224;21", "children": []}]}]}, {"name": null, "role": "AXRow", "description": "yaml-cpp, 0.8.0, 0.8.0", "role_description": "row", "value": 0, "position": "-391.00;-244.00", "size": "673;21", "children": [{"name": null, "role": "AXCell", "description": "yaml-cpp", "role_description": "cell", "value": 0, "position": "-391.00;-244.00", "size": "224;21", "children": [{"name": null, "role": "AXStaticText", "description": "yaml-cpp", "role_description": "text", "value": 0, "position": "-391.00;-244.00", "size": "224;21", "children": []}]}, {"name": null, "role": "AXCell", "description": "0.8.0", "role_description": "cell", "value": 0, "position": "-391.00;-244.00", "size": "225;21", "children": [{"name": null, "role": "AXStaticText", "description": "0.8.0", "role_description": "text", "value": 0, "position": "-391.00;-244.00", "size": "225;21", "children": []}]}, {"name": null, "role": "AXCell", "description": "0.8.0", "role_description": "cell", "value": 0, "position": "-391.00;-244.00", "size": "224;21", "children": [{"name": null, "role": "AXStaticText", "description": "0.8.0", "role_description": "text", "value": 0, "position": "-391.00;-244.00", "size": "224;21", "children": []}]}]}, {"name": null, "role": "AXRow", "description": "zlib, 1.2.13, 1.2.13", "role_description": "row", "value": 0, "position": "-391.00;-244.00", "size": "673;21", "children": [{"name": null, "role": "AXCell", "description": "zlib", "role_description": "cell", "value": 0, "position": "-391.00;-244.00", "size": "224;21", "children": [{"name": null, "role": "AXStaticText", "description": "zlib", "role_description": "text", "value": 0, "position": "-391.00;-244.00", "size": "224;21", "children": []}]}, {"name": null, "role": "AXCell", "description": "1.2.13", "role_description": "cell", "value": 0, "position": "-391.00;-244.00", "size": "225;21", "children": [{"name": null, "role": "AXStaticText", "description": "1.2.13", "role_description": "text", "value": 0, "position": "-391.00;-244.00", "size": "225;21", "children": []}]}, {"name": null, "role": "AXCell", "description": "1.2.13", "role_description": "cell", "value": 0, "position": "-391.00;-244.00", "size": "224;21", "children": [{"name": null, "role": "AXStaticText", "description": "1.2.13", "role_description": "text", "value": 0, "position": "-391.00;-244.00", "size": "224;21", "children": []}]}]}, {"name": null, "role": "AXRow", "description": "zstandard, 0.22.0, 0.22.0", "role_description": "row", "value": 0, "position": "-391.00;-244.00", "size": "673;21", "children": [{"name": null, "role": "AXCell", "description": "zstandard", "role_description": "cell", "value": 0, "position": "-391.00;-244.00", "size": "224;21", "children": [{"name": null, "role": "AXStaticText", "description": "zstandard", "role_description": "text", "value": 0, "position": "-391.00;-244.00", "size": "224;21", "children": []}]}, {"name": null, "role": "AXCell", "description": "0.22.0", "role_description": "cell", "value": 0, "position": "-391.00;-244.00", "size": "225;21", "children": [{"name": null, "role": "AXStaticText", "description": "0.22.0", "role_description": "text", "value": 0, "position": "-391.00;-244.00", "size": "225;21", "children": []}]}, {"name": null, "role": "AXCell", "description": "0.22.0", "role_description": "cell", "value": 0, "position": "-391.00;-244.00", "size": "224;21", "children": [{"name": null, "role": "AXStaticText", "description": "0.22.0", "role_description": "text", "value": 0, "position": "-391.00;-244.00", "size": "224;21", "children": []}]}]}, {"name": null, "role": "AXRow", "description": "zstd, 1.5.5, 1.5.5", "role_description": "row", "value": 0, "position": "-391.00;-244.00", "size": "673;21", "children": [{"name": null, "role": "AXCell", "description": "zstd", "role_description": "cell", "value": 0, "position": "-391.00;-244.00", "size": "224;21", "children": [{"name": null, "role": "AXStaticText", "description": "zstd", "role_description": "text", "value": 0, "position": "-391.00;-244.00", "size": "224;21", "children": []}]}, {"name": null, "role": "AXCell", "description": "1.5.5", "role_description": "cell", "value": 0, "position": "-391.00;-244.00", "size": "225;21", "children": [{"name": null, "role": "AXStaticText", "description": "1.5.5", "role_description": "text", "value": 0, "position": "-391.00;-244.00", "size": "225;21", "children": []}]}, {"name": null, "role": "AXCell", "description": "1.5.5", "role_description": "cell", "value": 0, "position": "-391.00;-244.00", "size": "224;21", "children": [{"name": null, "role": "AXStaticText", "description": "1.5.5", "role_description": "text", "value": 0, "position": "-391.00;-244.00", "size": "224;21", "children": []}]}]}]}]}, {"name": null, "role": "AXGroup", "description": "Action Toolbar", "role_description": "group", "value": 0, "position": "-391.00;-244.00", "size": "673;24", "children": [{"name": null, "role": "AXButton", "description": "Install", "role_description": "button", "value": null, "position": "-391.00;-244.00", "size": "26;24", "children": []}, {"name": null, "role": "AXButton", "description": "Uninstall", "role_description": "button", "value": null, "position": "-391.00;-244.00", "size": "26;24", "children": []}, {"name": null, "role": "AXButton", "description": "Upgrade", "role_description": "button", "value": null, "position": "-391.00;-244.00", "size": "26;24", "children": []}, {"name": null, "role": "AXButton", "description": "Use Conda Package Manager", "role_description": "button", "value": null, "position": "-391.00;-244.00", "size": "26;24", "children": []}, {"name": null, "role": "AXButton", "description": "Show Early Releases", "role_description": "button", "value": null, "position": "-391.00;-244.00", "size": "26;24", "children": []}]}, {"name": null, "role": "AXTextField", "description": "text/html", "role_description": "text field", "value": "", "position": "-391.00;-244.00", "size": "0;0", "children": [{"name": null, "role": "AXTextField", "description": "text/html", "role_description": "text field", "value": null, "position": "-391.00;-244.00", "size": "0;0", "children": []}]}, {"name": null, "role": "AXStaticText", "description": "Mark as:", "role_description": "text", "value": "Mark as:", "position": "-391.00;-244.00", "size": "52;17", "children": []}, {"name": null, "role": "AXGroup", "description": "Action Toolbar", "role_description": "group", "value": 0, "position": "-391.00;-244.00", "size": "607;32", "children": [{"name": null, "role": "AXButton", "description": "Sources", "role_description": "button", "value": null, "position": "-391.00;-244.00", "size": "81;24", "children": []}, {"name": null, "role": "AXButton", "description": "Excluded", "role_description": "button", "value": null, "position": "-391.00;-244.00", "size": "87;24", "children": []}]}, {"name": null, "role": "AXScrollArea", "description": null, "role_description": "scroll area", "value": 0, "position": "-391.00;-244.00", "size": "406;461", "children": [{"name": null, "role": "AXOutline", "description": "tree", "role_description": "outline", "value": 0, "position": "-391.00;-244.00", "size": "406;461", "children": [{"name": null, "role": "AXRow", "description": "/Users/[username]/Code/test", "role_description": "row", "value": 0, "position": "-391.00;-244.00", "size": "195;24", "children": [{"name": null, "role": "AXStaticText", "description": "/Users/[username]/Code/test", "role_description": "text", "value": 0, "position": "-391.00;-244.00", "size": "195;24", "children": []}]}]}, {"name": null, "role": "AXScrollBar", "description": null, "role_description": "scroll bar", "value": 0, "position": "-391.00;-244.00", "size": "0;0", "children": []}, {"name": null, "role": "AXScrollBar", "description": null, "role_description": "scroll bar", "value": 0, "position": "-391.00;-244.00", "size": "0;0", "children": []}]}, {"name": null, "role": "AXStaticText", "description": "Exclude files:", "role_description": "text", "value": "Exclude files:", "position": "-391.00;-244.00", "size": "86;17", "children": []}, {"name": null, "role": "AXTextField", "description": "Exclude files:", "role_description": "text field", "value": "", "position": "-391.00;-244.00", "size": "310;34", "children": []}, {"name": null, "role": "AXStaticText", "description": "Use ; to separate name patterns, * for any number of symbols, ? for one.", "role_description": "text", "value": "Use ; to separate name patterns, * for any number of symbols, ? for one.", "position": "-391.00;-244.00", "size": "310;34", "children": []}, {"name": null, "role": "AXGroup", "description": "Action Toolbar", "role_description": "group", "value": 0, "position": "-391.00;-244.00", "size": "270;34", "children": [{"name": null, "role": "AXButton", "description": "Add Content Root", "role_description": "button", "value": null, "position": "-391.00;-244.00", "size": "143;24", "children": []}]}, {"name": null, "role": "AXScrollArea", "description": null, "role_description": "scroll area", "value": 0, "position": "-391.00;-244.00", "size": "270;505", "children": [{"name": null, "role": "AXScrollBar", "description": null, "role_description": "scroll bar", "value": 0, "position": "-391.00;-244.00", "size": "0;0", "children": []}, {"name": null, "role": "AXScrollBar", "description": null, "role_description": "scroll bar", "value": 0, "position": "-391.00;-244.00", "size": "0;0", "children": []}]}, {"name": null, "role": "AXScrollArea", "description": null, "role_description": "scroll area", "value": 0, "position": "-391.00;-244.00", "size": "711;600", "children": [{"name": null, "role": "AXScrollBar", "description": null, "role_description": "scroll bar", "value": 0, "position": "-391.00;-244.00", "size": "0;0", "children": []}, {"name": null, "role": "AXScrollBar", "description": null, "role_description": "scroll bar", "value": 0, "position": "-391.00;-244.00", "size": "0;0", "children": []}, {"name": null, "role": "AXCheckBox", "description": "Reload project after changes in the build scripts:", "role_description": "checkbox", "value": 1, "position": "-391.00;-244.00", "size": "326;25", "children": []}, {"name": null, "role": "AXRadioButton", "description": "Any changes", "role_description": "radio button", "value": 0, "position": "-391.00;-244.00", "size": "107;25", "children": []}, {"name": null, "role": "AXRadioButton", "description": "External changes", "role_description": "radio button", "value": 1, "position": "-391.00;-244.00", "size": "134;25", "children": []}, {"name": null, "role": "AXTextField", "description": "text/html", "role_description": "text field", "value": "\nChanges outside the IDE or from version control.", "position": "-391.00;-244.00", "size": "276;15", "children": [{"name": null, "role": "AXTextField", "description": "text/html", "role_description": "text field", "value": null, "position": "-391.00;-244.00", "size": "0;0", "children": []}, {"name": null, "role": "AXTextField", "description": "text/html", "role_description": "text field", "value": null, "position": "-391.00;-244.00", "size": "276;15", "children": []}, {"name": null, "role": "AXTextField", "description": "text/html", "role_description": "text field", "value": null, "position": "-391.00;-244.00", "size": "0;15", "children": []}]}]}, {"name": null, "role": "AXScrollArea", "description": null, "role_description": "scroll area", "value": 0, "position": "-391.00;-244.00", "size": "711;600", "children": [{"name": null, "role": "AXStaticText", "description": "Configure the project Execution settings, set up Deployment options, and customize the Debugger behavior", "role_description": "text", "value": "Configure the project Execution settings, set up Deployment options, and customize the Debugger behavior", "position": "-391.00;-244.00", "size": "663;17", "children": []}, {"name": null, "role": "AXLink", "description": "Build Tools", "role_description": "link", "value": null, "position": "-391.00;-244.00", "size": "70;17", "children": []}, {"name": null, "role": "AXLink", "description": "Debugger", "role_description": "link", "value": null, "position": "-391.00;-244.00", "size": "63;17", "children": []}, {"name": null, "role": "AXLink", "description": "Python Debugger", "role_description": "link", "value": null, "position": "-391.00;-244.00", "size": "110;17", "children": []}, {"name": null, "role": "AXLink", "description": "Console", "role_description": "link", "value": null, "position": "-391.00;-244.00", "size": "52;17", "children": []}, {"name": null, "role": "AXLink", "description": "Required Plugins", "role_description": "link", "value": null, "position": "-391.00;-244.00", "size": "105;17", "children": []}, {"name": null, "role": "AXLink", "description": "Trusted Locations", "role_description": "link", "value": null, "position": "-391.00;-244.00", "size": "113;17", "children": []}, {"name": null, "role": "AXScrollBar", "description": null, "role_description": "scroll bar", "value": 0, "position": "-391.00;-244.00", "size": "0;0", "children": []}, {"name": null, "role": "AXScrollBar", "description": null, "role_description": "scroll bar", "value": 0, "position": "-391.00;-244.00", "size": "0;0", "children": []}]}, {"name": null, "role": "AXScrollArea", "description": null, "role_description": "scroll area", "value": 0, "position": "-391.00;-244.00", "size": "711;600", "children": [{"name": null, "role": "AXScrollBar", "description": null, "role_description": "scroll bar", "value": 0, "position": "-391.00;-244.00", "size": "0;0", "children": []}, {"name": null, "role": "AXScrollBar", "description": null, "role_description": "scroll bar", "value": 0, "position": "-391.00;-244.00", "size": "0;0", "children": []}, {"name": null, "role": "AXCheckBox", "description": "Show debug window on breakpoint", "role_description": "checkbox", "value": 1, "position": "-391.00;-244.00", "size": "245;25", "children": []}, {"name": null, "role": "AXCheckBox", "description": "Focus application on breakpoint", "role_description": "checkbox", "value": 1, "position": "-391.00;-244.00", "size": "224;25", "children": []}, {"name": null, "role": "AXCheckBox", "description": "Hide debug window on process termination", "role_description": "checkbox", "value": 0, "position": "-391.00;-244.00", "size": "295;25", "children": []}, {"name": null, "role": "AXCheckBox", "description": "Scroll execution point to center", "role_description": "checkbox", "value": 0, "position": "-391.00;-244.00", "size": "220;25", "children": []}, {"name": null, "role": "AXCheckBox", "description": "Click line number to perform run to cursor", "role_description": "checkbox", "value": 1, "position": "-391.00;-244.00", "size": "285;25", "children": []}, {"name": null, "role": "AXStaticText", "description": "Remove breakpoint:", "role_description": "text", "value": "Remove breakpoint:", "position": "-391.00;-244.00", "size": "123;17", "children": []}, {"name": null, "role": "AXRadioButton", "description": "Click with left mouse button", "role_description": "radio button", "value": 1, "position": "-391.00;-244.00", "size": "200;25", "children": []}, {"name": null, "role": "AXRadioButton", "description": "Drag to the editor or click with middle mouse button", "role_description": "radio button", "value": 0, "position": "-391.00;-244.00", "size": "348;25", "children": []}, {"name": null, "role": "AXCheckBox", "description": "Confirm removal of conditional or logging breakpoints", "role_description": "checkbox", "value": 0, "position": "-391.00;-244.00", "size": "358;25", "children": []}, {"name": null, "role": "AXStaticText", "description": "Port:", "role_description": "text", "value": "Port:", "position": "-391.00;-244.00", "size": "29;17", "children": []}, {"name": null, "role": "AXIncrementor", "description": "Port:", "role_description": "stepper", "value": 63342, "position": "-391.00;-244.00", "size": "99;34", "children": [{"name": null, "role": "AXTextField", "description": null, "role_description": "text field", "value": "63342", "position": "-391.00;-244.00", "size": "55;21", "children": []}]}, {"name": null, "role": "AXCheckBox", "description": "Can accept external connections", "role_description": "checkbox", "value": 0, "position": "-391.00;-244.00", "size": "230;25", "children": []}, {"name": null, "role": "AXCheckBox", "description": "Allow unsigned requests", "role_description": "checkbox", "value": 0, "position": "-391.00;-244.00", "size": "179;25", "children": []}]}, {"name": null, "role": "AXScrollArea", "description": null, "role_description": "scroll area", "value": 0, "position": "-391.00;-244.00", "size": "711;600", "children": [{"name": null, "role": "AXScrollBar", "description": null, "role_description": "scroll bar", "value": 0, "position": "-391.00;-244.00", "size": "0;0", "children": []}, {"name": null, "role": "AXScrollBar", "description": null, "role_description": "scroll bar", "value": 0, "position": "-391.00;-244.00", "size": "0;0", "children": []}, {"name": null, "role": "AXCheckBox", "description": "Enable auto expressions in Variables view", "role_description": "checkbox", "value": 1, "position": "-391.00;-244.00", "size": "285;25", "children": []}, {"name": null, "role": "AXCheckBox", "description": "Sort values alphabetically", "role_description": "checkbox", "value": 0, "position": "-391.00;-244.00", "size": "185;25", "children": []}, {"name": null, "role": "AXCheckBox", "description": "Show values inline", "role_description": "checkbox", "value": 1, "position": "-391.00;-244.00", "size": "141;25", "children": []}, {"name": null, "role": "AXCheckBox", "description": "Show value tooltip.", "role_description": "checkbox", "value": 1, "position": "-391.00;-244.00", "size": "145;25", "children": []}, {"name": null, "role": "AXCheckBox", "description": "Show value tooltip on code selection", "role_description": "checkbox", "value": 0, "position": "-391.00;-244.00", "size": "254;25", "children": []}, {"name": null, "role": "AXTextField", "description": "Value tooltip delay (ms):", "role_description": "text field", "value": "700", "position": "-391.00;-244.00", "size": "50;34", "children": []}, {"name": null, "role": "AXStaticText", "description": "Value tooltip delay (ms):", "role_description": "text", "value": "Value tooltip delay (ms):", "position": "-391.00;-244.00", "size": "149;17", "children": []}, {"name": null, "role": "AXStaticText", "description": "If disabled, use \"alt\" to show/hide tooltips", "role_description": "text", "value": "If disabled, use \"alt\" to show/hide tooltips", "position": "-391.00;-244.00", "size": "255;17", "children": []}]}, {"name": null, "role": "AXScrollArea", "description": null, "role_description": "scroll area", "value": 0, "position": "-391.00;-244.00", "size": "711;600", "children": [{"name": null, "role": "AXScrollBar", "description": null, "role_description": "scroll bar", "value": 0, "position": "-391.00;-244.00", "size": "0;0", "children": []}, {"name": null, "role": "AXScrollBar", "description": null, "role_description": "scroll bar", "value": 0, "position": "-391.00;-244.00", "size": "0;0", "children": []}, {"name": null, "role": "AXScrollArea", "description": null, "role_description": "scroll area", "value": 0, "position": "-391.00;-244.00", "size": "677;456", "children": [{"name": null, "role": "AXTable", "description": "table", "role_description": "table", "value": 0, "position": "-391.00;-244.00", "size": "677;456", "children": []}, {"name": null, "role": "AXScrollBar", "description": null, "role_description": "scroll bar", "value": 0, "position": "-391.00;-244.00", "size": "0;0", "children": []}, {"name": null, "role": "AXScrollBar", "description": null, "role_description": "scroll bar", "value": 0, "position": "-391.00;-244.00", "size": "0;0", "children": []}]}, {"name": null, "role": "AXGroup", "description": "Action Toolbar", "role_description": "group", "value": 0, "position": "-391.00;-244.00", "size": "677;24", "children": [{"name": null, "role": "AXButton", "description": "Add", "role_description": "button", "value": null, "position": "-391.00;-244.00", "size": "26;24", "children": []}, {"name": null, "role": "AXButton", "description": "Remove", "role_description": "button", "value": null, "position": "-391.00;-244.00", "size": "26;24", "children": []}, {"name": null, "role": "AXButton", "description": "Edit", "role_description": "button", "value": null, "position": "-391.00;-244.00", "size": "26;24", "children": []}, {"name": null, "role": "AXButton", "description": "Up", "role_description": "button", "value": null, "position": "-391.00;-244.00", "size": "26;24", "children": []}, {"name": null, "role": "AXButton", "description": "Down", "role_description": "button", "value": null, "position": "-391.00;-244.00", "size": "26;24", "children": []}, {"name": null, "role": "AXButton", "description": "Copy", "role_description": "button", "value": null, "position": "-391.00;-244.00", "size": "26;24", "children": []}]}, {"name": null, "role": "AXCheckBox", "description": "Do not step into library scripts", "role_description": "checkbox", "value": 0, "position": "-391.00;-244.00", "size": "214;25", "children": []}, {"name": null, "role": "AXCheckBox", "description": "Do not step into scripts:", "role_description": "checkbox", "value": 0, "position": "-391.00;-244.00", "size": "175;25", "children": []}, {"name": null, "role": "AXCheckBox", "description": "Always do smart step into", "role_description": "checkbox", "value": 1, "position": "-391.00;-244.00", "size": "187;25", "children": []}]}, {"name": null, "role": "AXScrollArea", "description": null, "role_description": "scroll area", "value": 0, "position": "-391.00;-244.00", "size": "711;600", "children": [{"name": null, "role": "AXScrollBar", "description": null, "role_description": "scroll bar", "value": 0, "position": "-391.00;-244.00", "size": "0;0", "children": []}, {"name": null, "role": "AXScrollBar", "description": null, "role_description": "scroll bar", "value": 0, "position": "-391.00;-244.00", "size": "0;0", "children": []}, {"name": null, "role": "AXImage", "description": null, "role_description": "image", "value": null, "position": "-391.00;-244.00", "size": "6;17", "children": []}, {"name": null, "role": "AXScrollArea", "description": null, "role_description": "scroll area", "value": 0, "position": "-391.00;-244.00", "size": "200;546", "children": [{"name": null, "role": "AXTable", "description": "table", "role_description": "table", "value": 0, "position": "-391.00;-244.00", "size": "200;546", "children": []}, {"name": null, "role": "AXScrollBar", "description": null, "role_description": "scroll bar", "value": 0, "position": "-391.00;-244.00", "size": "0;0", "children": []}, {"name": null, "role": "AXScrollBar", "description": null, "role_description": "scroll bar", "value": 0, "position": "-391.00;-244.00", "size": "0;0", "children": []}]}, {"name": null, "role": "AXGroup", "description": "Action Toolbar", "role_description": "group", "value": 0, "position": "-391.00;-244.00", "size": "200;24", "children": [{"name": null, "role": "AXButton", "description": "Add", "role_description": "button", "value": null, "position": "-391.00;-244.00", "size": "26;24", "children": []}, {"name": null, "role": "AXButton", "description": "Remove", "role_description": "button", "value": null, "position": "-391.00;-244.00", "size": "26;24", "children": []}, {"name": null, "role": "AXButton", "description": "Up", "role_description": "button", "value": null, "position": "-391.00;-244.00", "size": "26;24", "children": []}, {"name": null, "role": "AXButton", "description": "Down", "role_description": "button", "value": null, "position": "-391.00;-244.00", "size": "26;24", "children": []}]}, {"name": null, "role": "AXStaticText", "description": "Renderer name:", "role_description": "text", "value": "Renderer name:", "position": "-391.00;-244.00", "size": "97;17", "children": []}, {"name": null, "role": "AXTextField", "description": "Renderer name:", "role_description": "text field", "value": "", "position": "-391.00;-244.00", "size": "-103;34", "children": []}, {"name": null, "role": "AXStaticText", "description": "Apply renderer to objects of type (fully qualified name):", "role_description": "text", "value": "Apply renderer to objects of type (fully qualified name):", "position": "-391.00;-244.00", "size": "-6;17", "children": []}, {"name": null, "role": "AXScrollArea", "description": null, "role_description": "scroll area", "value": 0, "position": "-391.00;-244.00", "size": "0;29", "children": [{"name": null, "role": "AXTextArea", "description": "Editor", "role_description": "text entry area", "value": "", "position": "-391.00;-244.00", "size": "3;17", "children": []}, {"name": null, "role": "AXScrollBar", "description": null, "role_description": "scroll bar", "value": 0, "position": "-391.00;-244.00", "size": "0;0", "children": []}, {"name": null, "role": "AXScrollBar", "description": null, "role_description": "scroll bar", "value": 0, "position": "-391.00;-244.00", "size": "0;0", "children": []}, {"name": null, "role": "AXGroup", "description": "", "role_description": "group", "value": 0, "position": "-391.00;-244.00", "size": "0;0", "children": [{"name": null, "role": "AXImage", "description": "", "role_description": "image", "value": null, "position": "-391.00;-244.00", "size": "0;0", "children": []}]}, {"name": null, "role": "AXStaticText", "description": "", "role_description": "text", "value": "", "position": "-391.00;-244.00", "size": "0;0", "children": []}, {"name": null, "role": "AXGroup", "description": null, "role_description": "group", "value": 0, "position": "-391.00;-244.00", "size": "0;17", "children": []}]}, {"name": null, "role": "AXStaticText", "description": "When rendering a node:", "role_description": "text", "value": "When rendering a node:", "position": "-391.00;-244.00", "size": "-6;17", "children": []}, {"name": null, "role": "AXRadioButton", "description": "Use default renderer", "role_description": "radio button", "value": 1, "position": "-391.00;-244.00", "size": "-26;25", "children": []}, {"name": null, "role": "AXRadioButton", "description": "Use the following expression:", "role_description": "radio button", "value": 0, "position": "-391.00;-244.00", "size": "-26;25", "children": []}, {"name": null, "role": "AXStaticText", "description": "Python", "role_description": "text", "value": "Python", "position": "-391.00;-244.00", "size": "0;0", "children": []}, {"name": null, "role": "AXScrollArea", "description": null, "role_description": "scroll area", "value": 0, "position": "-391.00;-244.00", "size": "-76;29", "children": [{"name": null, "role": "AXTextArea", "description": "Editor", "role_description": "text entry area", "value": "", "position": "-391.00;-244.00", "size": "3;17", "children": []}, {"name": null, "role": "AXScrollBar", "description": null, "role_description": "scroll bar", "value": 0, "position": "-391.00;-244.00", "size": "0;0", "children": []}, {"name": null, "role": "AXScrollBar", "description": null, "role_description": "scroll bar", "value": 0, "position": "-391.00;-244.00", "size": "0;0", "children": []}, {"name": null, "role": "AXGroup", "description": "", "role_description": "group", "value": 0, "position": "-391.00;-244.00", "size": "0;0", "children": [{"name": null, "role": "AXImage", "description": "", "role_description": "image", "value": null, "position": "-391.00;-244.00", "size": "0;0", "children": []}]}, {"name": null, "role": "AXStaticText", "description": "", "role_description": "text", "value": "", "position": "-391.00;-244.00", "size": "0;0", "children": []}, {"name": null, "role": "AXGroup", "description": null, "role_description": "group", "value": 0, "position": "-391.00;-244.00", "size": "0;17", "children": []}]}, {"name": null, "role": "AXImage", "description": "Expand (⇧⏎)", "role_description": "image", "value": null, "position": "-391.00;-244.00", "size": "22;29", "children": []}, {"name": null, "role": "AXTextField", "description": "text/html", "role_description": "text field", "value": "\nUse 'self' as a variable name", "position": "-391.00;-244.00", "size": "-54;15", "children": [{"name": null, "role": "AXTextField", "description": "text/html", "role_description": "text field", "value": null, "position": "-391.00;-244.00", "size": "0;0", "children": []}, {"name": null, "role": "AXTextField", "description": "text/html", "role_description": "text field", "value": null, "position": "-391.00;-244.00", "size": "0;0", "children": []}, {"name": null, "role": "AXTextField", "description": "text/html", "role_description": "text field", "value": null, "position": "-391.00;-244.00", "size": "0;0", "children": []}]}, {"name": null, "role": "AXStaticText", "description": "When expanding a node:", "role_description": "text", "value": "When expanding a node:", "position": "-391.00;-244.00", "size": "-6;17", "children": []}, {"name": null, "role": "AXRadioButton", "description": "Use default renderer", "role_description": "radio button", "value": 1, "position": "-391.00;-244.00", "size": "-26;25", "children": []}, {"name": null, "role": "AXRadioButton", "description": "Use list of expressions:", "role_description": "radio button", "value": 0, "position": "-391.00;-244.00", "size": "-26;25", "children": []}, {"name": null, "role": "AXScrollArea", "description": null, "role_description": "scroll area", "value": 0, "position": "-391.00;-244.00", "size": "-56;90", "children": [{"name": null, "role": "AXTable", "description": "table", "role_description": "table", "value": 0, "position": "-391.00;-244.00", "size": "-56;90", "children": []}, {"name": null, "role": "AXScrollBar", "description": null, "role_description": "scroll bar", "value": 0, "position": "-391.00;-244.00", "size": "0;0", "children": []}, {"name": null, "role": "AXScrollBar", "description": null, "role_description": "scroll bar", "value": 0, "position": "-391.00;-244.00", "size": "0;0", "children": []}, {"name": null, "role": "AXStaticText", "description": null, "role_description": "text", "value": null, "position": "-391.00;-244.00", "size": "15;0", "children": []}]}, {"name": null, "role": "AXGroup", "description": "", "role_description": "group", "value": 0, "position": "-391.00;-244.00", "size": "-56;24", "children": [{"name": null, "role": "AXImage", "description": "", "role_description": "image", "value": null, "position": "-391.00;-244.00", "size": "26;24", "children": []}]}, {"name": null, "role": "AXTextField", "description": "text/html", "role_description": "text field", "value": "\nUse 'self' as a variable name", "position": "-391.00;-244.00", "size": "-54;15", "children": [{"name": null, "role": "AXTextField", "description": "text/html", "role_description": "text field", "value": null, "position": "-391.00;-244.00", "size": "0;0", "children": []}, {"name": null, "role": "AXTextField", "description": "text/html", "role_description": "text field", "value": null, "position": "-391.00;-244.00", "size": "0;0", "children": []}, {"name": null, "role": "AXTextField", "description": "text/html", "role_description": "text field", "value": null, "position": "-391.00;-244.00", "size": "0;0", "children": []}]}, {"name": null, "role": "AXCheckBox", "description": "Append default children", "role_description": "checkbox", "value": 0, "position": "-391.00;-244.00", "size": "-50;25", "children": []}]}, {"name": null, "role": "AXCheckBox", "description": "Attach to subprocess automatically while debugging", "role_description": "checkbox", "value": 1, "position": "-391.00;-244.00", "size": "350;25", "children": []}, {"name": null, "role": "AXCheckBox", "description": "Collect run-time types information for code insight", "role_description": "checkbox", "value": 0, "position": "-391.00;-244.00", "size": "338;25", "children": []}, {"name": null, "role": "AXCheckBox", "description": "Gevent compatible", "role_description": "checkbox", "value": 0, "position": "-391.00;-244.00", "size": "144;25", "children": []}, {"name": null, "role": "AXCheckBox", "description": "PyQt compatible", "role_description": "checkbox", "value": 1, "position": "-391.00;-244.00", "size": "130;25", "children": []}, {"name": null, "role": "AXImage", "description": null, "role_description": "image", "value": null, "position": "-391.00;-244.00", "size": "16;16", "children": []}, {"name": null, "role": "AXPopUpButton", "description": null, "role_description": "pop up button", "value": "Auto", "position": "-391.00;-244.00", "size": "120;34", "children": [{"name": null, "role": "AXPopUpButton", "description": null, "role_description": "pop up button", "value": null, "position": "-391.00;-244.00", "size": "0;0", "children": [{"name": null, "role": "AXMenuItem", "description": null, "role_description": "menu item", "value": null, "position": "-391.00;-244.00", "size": "0;0", "children": [{"name": null, "role": "AXList", "description": "list", "role_description": "list", "value": 0, "position": "-391.00;-244.00", "size": "0;0", "children": [{"name": null, "role": "AXRow", "description": "Auto", "role_description": "row", "value": 0, "position": "-391.00;-244.00", "size": "0;24", "children": [{"name": null, "role": "AXStaticText", "description": "Auto", "role_description": "text", "value": 0, "position": "-391.00;-244.00", "size": "0;24", "children": []}]}, {"name": null, "role": "AXRow", "description": "PyQt4", "role_description": "row", "value": 0, "position": "-391.00;-244.00", "size": "0;24", "children": [{"name": null, "role": "AXStaticText", "description": "PyQt4", "role_description": "text", "value": 0, "position": "-391.00;-244.00", "size": "0;24", "children": []}]}, {"name": null, "role": "AXRow", "description": "PyQt5", "role_description": "row", "value": 0, "position": "-391.00;-244.00", "size": "0;24", "children": [{"name": null, "role": "AXStaticText", "description": "PyQt5", "role_description": "text", "value": 0, "position": "-391.00;-244.00", "size": "0;24", "children": []}]}, {"name": null, "role": "AXRow", "description": "PyQt6", "role_description": "row", "value": 0, "position": "-391.00;-244.00", "size": "0;24", "children": [{"name": null, "role": "AXStaticText", "description": "PyQt6", "role_description": "text", "value": 0, "position": "-391.00;-244.00", "size": "0;24", "children": []}]}, {"name": null, "role": "AXRow", "description": "PySide", "role_description": "row", "value": 0, "position": "-391.00;-244.00", "size": "0;24", "children": [{"name": null, "role": "AXStaticText", "description": "PySide", "role_description": "text", "value": 0, "position": "-391.00;-244.00", "size": "0;24", "children": []}]}, {"name": null, "role": "AXRow", "description": "PySide2", "role_description": "row", "value": 0, "position": "-391.00;-244.00", "size": "0;24", "children": [{"name": null, "role": "AXStaticText", "description": "PySide2", "role_description": "text", "value": 0, "position": "-391.00;-244.00", "size": "0;24", "children": []}]}, {"name": null, "role": "AXRow", "description": "PySide6", "role_description": "row", "value": 0, "position": "-391.00;-244.00", "size": "0;24", "children": [{"name": null, "role": "AXStaticText", "description": "PySide6", "role_description": "text", "value": 0, "position": "-391.00;-244.00", "size": "0;24", "children": []}]}]}, {"name": null, "role": "AXScrollBar", "description": null, "role_description": "scroll bar", "value": 0, "position": "-391.00;-244.00", "size": "0;0", "children": []}]}]}]}, {"name": null, "role": "AXStaticText", "description": "                                             ", "role_description": "text", "value": "                                             ", "position": "-391.00;-244.00", "size": "165;17", "children": []}, {"name": null, "role": "AXLink", "description": "Clear caches", "role_description": "link", "value": null, "position": "-391.00;-244.00", "size": "82;17", "children": []}, {"name": null, "role": "AXCheckBox", "description": "Drop into debugger on failed tests", "role_description": "checkbox", "value": 0, "position": "-391.00;-244.00", "size": "239;25", "children": []}, {"name": null, "role": "AXStaticText", "description": "For Attach To Process show processes with names containing:", "role_description": "text", "value": "For Attach To Process show processes with names containing:", "position": "-391.00;-244.00", "size": "389;17", "children": []}, {"name": null, "role": "AXTextField", "description": "For Attach To Process show processes with names containing:", "role_description": "text field", "value": "python", "position": "-391.00;-244.00", "size": "150;34", "children": []}, {"name": null, "role": "AXCheckBox", "description": "Always show Debug Console", "role_description": "checkbox", "value": 1, "position": "-391.00;-244.00", "size": "206;25", "children": []}, {"name": null, "role": "AXCheckBox", "description": "Use IPython if available", "role_description": "checkbox", "value": 1, "position": "-391.00;-244.00", "size": "172;25", "children": []}, {"name": null, "role": "AXCheckBox", "description": "Show console variables by default", "role_description": "checkbox", "value": 1, "position": "-391.00;-244.00", "size": "238;25", "children": []}, {"name": null, "role": "AXCheckBox", "description": "Use existing console for \"Run with Python Console\"", "role_description": "checkbox", "value": 0, "position": "-391.00;-244.00", "size": "344;25", "children": []}, {"name": null, "role": "AXCheckBox", "description": "Command queue for Python Console", "role_description": "checkbox", "value": 0, "position": "-391.00;-244.00", "size": "254;25", "children": []}, {"name": null, "role": "AXPopUpButton", "description": null, "role_description": "pop up button", "value": "Static", "position": "-391.00;-244.00", "size": "119;34", "children": [{"name": null, "role": "AXPopUpButton", "description": null, "role_description": "pop up button", "value": null, "position": "-391.00;-244.00", "size": "0;0", "children": [{"name": null, "role": "AXMenuItem", "description": null, "role_description": "menu item", "value": null, "position": "-391.00;-244.00", "size": "0;0", "children": [{"name": null, "role": "AXList", "description": "list", "role_description": "list", "value": 0, "position": "-391.00;-244.00", "size": "0;0", "children": [{"name": null, "role": "AXRow", "description": "Runtime", "role_description": "row", "value": 0, "position": "-391.00;-244.00", "size": "0;24", "children": [{"name": null, "role": "AXStaticText", "description": "Runtime", "role_description": "text", "value": 0, "position": "-391.00;-244.00", "size": "0;24", "children": []}]}, {"name": null, "role": "AXRow", "description": "Static", "role_description": "row", "value": 0, "position": "-391.00;-244.00", "size": "0;24", "children": [{"name": null, "role": "AXStaticText", "description": "Static", "role_description": "text", "value": 0, "position": "-391.00;-244.00", "size": "0;24", "children": []}]}]}, {"name": null, "role": "AXScrollBar", "description": null, "role_description": "scroll bar", "value": 24, "position": "-391.00;-244.00", "size": "0;0", "children": []}]}]}]}, {"name": null, "role": "AXStaticText", "description": "Code completion", "role_description": "text", "value": "Code completion", "position": "-391.00;-244.00", "size": "105;17", "children": []}, {"name": null, "role": "AXScrollArea", "description": null, "role_description": "scroll area", "value": 0, "position": "-391.00;-244.00", "size": "711;600", "children": [{"name": null, "role": "AXScrollBar", "description": null, "role_description": "scroll bar", "value": 0, "position": "-391.00;-244.00", "size": "0;0", "children": []}, {"name": null, "role": "AXScrollBar", "description": null, "role_description": "scroll bar", "value": 0, "position": "-391.00;-244.00", "size": "0;0", "children": []}, {"name": null, "role": "AXGroup", "description": "", "role_description": "group", "value": 0, "position": "-391.00;-244.00", "size": "40;34", "children": []}, {"name": null, "role": "AXScrollArea", "description": null, "role_description": "scroll area", "value": 0, "position": "-391.00;-244.00", "size": "679;153", "children": [{"name": null, "role": "AXScrollBar", "description": null, "role_description": "scroll bar", "value": 0, "position": "-391.00;-244.00", "size": "14;151", "children": []}, {"name": null, "role": "AXScrollBar", "description": null, "role_description": "scroll bar", "value": 0, "position": "-391.00;-244.00", "size": "0;0", "children": []}, {"name": null, "role": "AXGroup", "description": "", "role_description": "group", "value": 0, "position": "-391.00;-244.00", "size": "0;0", "children": []}, {"name": null, "role": "AXStaticText", "description": "", "role_description": "text", "value": "", "position": "-391.00;-244.00", "size": "0;0", "children": []}, {"name": null, "role": "AXGroup", "description": null, "role_description": "group", "value": 0, "position": "-391.00;-244.00", "size": "0;151", "children": []}, {"name": null, "role": "AXTextArea", "description": "Editor", "role_description": "text entry area", "value": "import sys; print('Python %s on %s' % (sys.version, sys.platform))\nsys.path.extend([WORKING_DIR_AND_PYTHON_PATHS])\n", "position": "-391.00;-244.00", "size": "677;151", "children": []}]}, {"name": null, "role": "AXStaticText", "description": "Environment", "role_description": "text", "value": "Environment", "position": "-391.00;-244.00", "size": "106;29", "children": []}, {"name": null, "role": "AXStaticText", "description": "Environment variables:", "role_description": "text", "value": "Environment variables:", "position": "-391.00;-244.00", "size": "140;17", "children": []}, {"name": null, "role": "AXTextField", "description": "Environment variables:", "role_description": "text field", "value": "", "position": "-391.00;-244.00", "size": "649;34", "children": []}, {"name": null, "role": "AXStaticText", "description": "Python interpreter:", "role_description": "text", "value": "Python interpreter:", "position": "-391.00;-244.00", "size": "116;17", "children": []}, {"name": null, "role": "AXPopUpButton", "description": "Python interpreter:", "role_description": "pop up button", "value": null, "position": "-391.00;-244.00", "size": "530;34", "children": [{"name": null, "role": "AXPopUpButton", "description": null, "role_description": "pop up button", "value": null, "position": "-391.00;-244.00", "size": "0;0", "children": [{"name": null, "role": "AXMenuItem", "description": null, "role_description": "menu item", "value": null, "position": "-391.00;-244.00", "size": "0;0", "children": [{"name": null, "role": "AXList", "description": "list", "role_description": "list", "value": 0, "position": "-391.00;-244.00", "size": "0;0", "children": [{"name": null, "role": "AXRow", "description": "Project Default (/Users/[username]/miniconda3) ~/miniconda3/bin/python", "role_description": "row", "value": 0, "position": "-391.00;-244.00", "size": "0;24", "children": [{"name": null, "role": "AXStaticText", "description": "Project Default (/Users/[username]/miniconda3) ~/miniconda3/bin/python", "role_description": "text", "value": 0, "position": "-391.00;-244.00", "size": "0;24", "children": []}]}, {"name": null, "role": "AXRow", "description": "/Users/[username]/miniconda3 ~/miniconda3/bin/python", "role_description": "row", "value": 0, "position": "-391.00;-244.00", "size": "0;24", "children": [{"name": null, "role": "AXStaticText", "description": "/Users/[username]/miniconda3 ~/miniconda3/bin/python", "role_description": "text", "value": 0, "position": "-391.00;-244.00", "size": "0;24", "children": []}]}]}, {"name": null, "role": "AXScrollBar", "description": null, "role_description": "scroll bar", "value": 0, "position": "-391.00;-244.00", "size": "0;0", "children": []}]}]}]}, {"name": null, "role": "AXStaticText", "description": "Interpreter options:", "role_description": "text", "value": "Interpreter options:", "position": "-391.00;-244.00", "size": "119;17", "children": []}, {"name": null, "role": "AXTextField", "description": "Interpreter options:", "role_description": "text field", "value": "", "position": "-391.00;-244.00", "size": "530;34", "children": []}, {"name": null, "role": "AXStaticText", "description": "Working directory:", "role_description": "text", "value": "Working directory:", "position": "-391.00;-244.00", "size": "113;17", "children": []}, {"name": null, "role": "AXTextField", "description": "Working directory:", "role_description": "text field", "value": "", "position": "-391.00;-244.00", "size": "530;34", "children": []}, {"name": null, "role": "AXStaticText", "description": "Path mappings", "role_description": "text", "value": "Path mappings", "position": "-391.00;-244.00", "size": "0;0", "children": []}, {"name": null, "role": "AXTextField", "description": "Path mappings", "role_description": "text field", "value": "", "position": "-391.00;-244.00", "size": "0;0", "children": []}, {"name": null, "role": "AXLink", "description": "Configure Interpreters", "role_description": "link", "value": null, "position": "-391.00;-244.00", "size": "139;17", "children": []}, {"name": null, "role": "AXCheckBox", "description": "Add content roots to PYTHONPATH", "role_description": "checkbox", "value": 1, "position": "-391.00;-244.00", "size": "249;25", "children": []}, {"name": null, "role": "AXCheckBox", "description": "Add source roots to PYTHONPATH", "role_description": "checkbox", "value": 1, "position": "-391.00;-244.00", "size": "243;25", "children": []}]}, {"name": null, "role": "AXScrollArea", "description": null, "role_description": "scroll area", "value": 0, "position": "-391.00;-244.00", "size": "711;600", "children": [{"name": null, "role": "AXScrollBar", "description": null, "role_description": "scroll bar", "value": 0, "position": "-391.00;-244.00", "size": "0;0", "children": []}, {"name": null, "role": "AXScrollBar", "description": null, "role_description": "scroll bar", "value": 0, "position": "-391.00;-244.00", "size": "0;0", "children": []}, {"name": null, "role": "AXScrollArea", "description": null, "role_description": "scroll area", "value": 0, "position": "-391.00;-244.00", "size": "677;503", "children": [{"name": null, "role": "AXList", "description": "list", "role_description": "list", "value": 0, "position": "-391.00;-244.00", "size": "677;503", "children": []}, {"name": null, "role": "AXScrollBar", "description": null, "role_description": "scroll bar", "value": 0, "position": "-391.00;-244.00", "size": "0;0", "children": []}, {"name": null, "role": "AXScrollBar", "description": null, "role_description": "scroll bar", "value": 0, "position": "-391.00;-244.00", "size": "0;0", "children": []}]}, {"name": null, "role": "AXGroup", "description": "Action Toolbar", "role_description": "group", "value": 0, "position": "-391.00;-244.00", "size": "677;24", "children": [{"name": null, "role": "AXButton", "description": "Add", "role_description": "button", "value": null, "position": "-391.00;-244.00", "size": "26;24", "children": []}, {"name": null, "role": "AXButton", "description": "Remove", "role_description": "button", "value": null, "position": "-391.00;-244.00", "size": "26;24", "children": []}, {"name": null, "role": "AXButton", "description": "Edit", "role_description": "button", "value": null, "position": "-391.00;-244.00", "size": "26;24", "children": []}]}, {"name": null, "role": "AXStaticText", "description": "Specify a list of plugins required for your project. PyCharm will notify you if a required plugin is missing or needs an update.", "role_description": "text", "value": "Specify a list of plugins required for your project. PyCharm will notify you if a required plugin is missing or needs an update.", "position": "-391.00;-244.00", "size": "679;39", "children": []}]}, {"name": null, "role": "AXScrollArea", "description": null, "role_description": "scroll area", "value": 0, "position": "-391.00;-244.00", "size": "711;600", "children": [{"name": null, "role": "AXScrollBar", "description": null, "role_description": "scroll bar", "value": 0, "position": "-391.00;-244.00", "size": "0;0", "children": []}, {"name": null, "role": "AXScrollBar", "description": null, "role_description": "scroll bar", "value": 0, "position": "-391.00;-244.00", "size": "0;0", "children": []}, {"name": null, "role": "AXStaticText", "description": "Projects located under these local directories will be considered as trusted", "role_description": "text", "value": "Projects located under these local directories will be considered as trusted", "position": "-391.00;-244.00", "size": "459;17", "children": []}, {"name": null, "role": "AXScrollArea", "description": null, "role_description": "scroll area", "value": 0, "position": "-391.00;-244.00", "size": "677;517", "children": [{"name": null, "role": "AXList", "description": "list", "role_description": "list", "value": 0, "position": "-391.00;-244.00", "size": "677;517", "children": []}, {"name": null, "role": "AXScrollBar", "description": null, "role_description": "scroll bar", "value": 0, "position": "-391.00;-244.00", "size": "0;0", "children": []}, {"name": null, "role": "AXScrollBar", "description": null, "role_description": "scroll bar", "value": 0, "position": "-391.00;-244.00", "size": "0;0", "children": []}]}, {"name": null, "role": "AXGroup", "description": "Action Toolbar", "role_description": "group", "value": 0, "position": "-391.00;-244.00", "size": "677;24", "children": [{"name": null, "role": "AXButton", "description": "Add", "role_description": "button", "value": null, "position": "-391.00;-244.00", "size": "26;24", "children": []}, {"name": null, "role": "AXButton", "description": "Remove", "role_description": "button", "value": null, "position": "-391.00;-244.00", "size": "26;24", "children": []}, {"name": null, "role": "AXButton", "description": "Up", "role_description": "button", "value": null, "position": "-391.00;-244.00", "size": "26;24", "children": []}, {"name": null, "role": "AXButton", "description": "Down", "role_description": "button", "value": null, "position": "-391.00;-244.00", "size": "26;24", "children": []}]}]}, {"name": null, "role": "AXScrollArea", "description": null, "role_description": "scroll area", "value": 0, "position": "-391.00;-244.00", "size": "711;600", "children": [{"name": null, "role": "AXScrollBar", "description": null, "role_description": "scroll bar", "value": 0, "position": "-391.00;-244.00", "size": "0;0", "children": []}, {"name": null, "role": "AXScrollBar", "description": null, "role_description": "scroll bar", "value": 0, "position": "-391.00;-244.00", "size": "0;0", "children": []}, {"name": null, "role": "AXImage", "description": null, "role_description": "image", "value": null, "position": "-391.00;-244.00", "size": "16;16", "children": []}, {"name": null, "role": "AXStaticText", "description": "Upgrade to PyCharm Professional", "role_description": "text", "value": "Upgrade to PyCharm Professional", "position": "-391.00;-244.00", "size": "262;20", "children": []}, {"name": null, "role": "AXTextField", "description": "text/html", "role_description": "text field", "value": "\nGet specialized Django  support with advanced debugging capabilities, live templates, and more:", "position": "-391.00;-244.00", "size": "647;17", "children": [{"name": null, "role": "AXTextField", "description": "text/html", "role_description": "text field", "value": null, "position": "-391.00;-244.00", "size": "0;0", "children": []}, {"name": null, "role": "AXTextField", "description": "text/html", "role_description": "text field", "value": null, "position": "-391.00;-244.00", "size": "98;17", "children": []}, {"name": null, "role": "AXTextField", "description": "text/html", "role_description": "text field", "value": null, "position": "-391.00;-244.00", "size": "43;17", "children": []}, {"name": null, "role": "AXTextField", "description": "text/html", "role_description": "text field", "value": null, "position": "-391.00;-244.00", "size": "449;17", "children": []}, {"name": null, "role": "AXTextField", "description": "text/html", "role_description": "text field", "value": null, "position": "-391.00;-244.00", "size": "0;17", "children": []}]}, {"name": null, "role": "AXImage", "description": null, "role_description": "image", "value": null, "position": "-391.00;-244.00", "size": "16;16", "children": []}, {"name": null, "role": "AXTextField", "description": "text/html", "role_description": "text field", "value": "\nCode insight and completion for models, views, strings, and more", "position": "-391.00;-244.00", "size": "625;17", "children": [{"name": null, "role": "AXTextField", "description": "text/html", "role_description": "text field", "value": null, "position": "-391.00;-244.00", "size": "0;0", "children": []}, {"name": null, "role": "AXTextField", "description": "text/html", "role_description": "text field", "value": null, "position": "-391.00;-244.00", "size": "402;17", "children": []}, {"name": null, "role": "AXTextField", "description": "text/html", "role_description": "text field", "value": null, "position": "-391.00;-244.00", "size": "0;17", "children": []}]}, {"name": null, "role": "AXImage", "description": null, "role_description": "image", "value": null, "position": "-391.00;-244.00", "size": "16;16", "children": []}, {"name": null, "role": "AXTextField", "description": "text/html", "role_description": "text field", "value": "\nDjango templates support: Get syntax and error highlighting, code completion, navigation, and more for your Django templates", "position": "-391.00;-244.00", "size": "625;34", "children": [{"name": null, "role": "AXTextField", "description": "text/html", "role_description": "text field", "value": null, "position": "-391.00;-244.00", "size": "0;0", "children": []}, {"name": null, "role": "AXTextField", "description": "text/html", "role_description": "text field", "value": null, "position": "-391.00;-244.00", "size": "618;34", "children": []}, {"name": null, "role": "AXTextField", "description": "text/html", "role_description": "text field", "value": null, "position": "-391.00;-244.00", "size": "0;17", "children": []}]}, {"name": null, "role": "AXImage", "description": null, "role_description": "image", "value": null, "position": "-391.00;-244.00", "size": "16;16", "children": []}, {"name": null, "role": "AXTextField", "description": "text/html", "role_description": "text field", "value": "\nEndpoints: Get an overview of all declared URLs and endpoints when working with APIs", "position": "-391.00;-244.00", "size": "625;17", "children": [{"name": null, "role": "AXTextField", "description": "text/html", "role_description": "text field", "value": null, "position": "-391.00;-244.00", "size": "0;0", "children": []}, {"name": null, "role": "AXTextField", "description": "text/html", "role_description": "text field", "value": null, "position": "-391.00;-244.00", "size": "537;17", "children": []}, {"name": null, "role": "AXTextField", "description": "text/html", "role_description": "text field", "value": null, "position": "-391.00;-244.00", "size": "0;17", "children": []}]}, {"name": null, "role": "AXButton", "description": "Get PyCharm Professional", "role_description": "button", "value": null, "position": "-391.00;-244.00", "size": "215;34", "children": []}, {"name": null, "role": "AXTextField", "description": "text/html", "role_description": "text field", "value": "\nFree 30-day trial", "position": "-391.00;-244.00", "size": "422;15", "children": [{"name": null, "role": "AXTextField", "description": "text/html", "role_description": "text field", "value": null, "position": "-391.00;-244.00", "size": "0;0", "children": []}, {"name": null, "role": "AXTextField", "description": "text/html", "role_description": "text field", "value": null, "position": "-391.00;-244.00", "size": "95;15", "children": []}, {"name": null, "role": "AXTextField", "description": "text/html", "role_description": "text field", "value": null, "position": "-391.00;-244.00", "size": "0;15", "children": []}]}]}, {"name": null, "role": "AXScrollArea", "description": null, "role_description": "scroll area", "value": 0, "position": "-391.00;-244.00", "size": "711;600", "children": [{"name": null, "role": "AXScrollBar", "description": null, "role_description": "scroll bar", "value": 0, "position": "-391.00;-244.00", "size": "0;0", "children": []}, {"name": null, "role": "AXScrollBar", "description": null, "role_description": "scroll bar", "value": 0, "position": "-391.00;-244.00", "size": "0;0", "children": []}, {"name": null, "role": "AXStaticText", "description": "Default layout:", "role_description": "text", "value": "Default layout:", "position": "-391.00;-244.00", "size": "89;17", "children": []}, {"name": null, "role": "AXPopUpButton", "description": "Default layout:", "role_description": "pop up button", "value": "Editor and Preview", "position": "-391.00;-244.00", "size": "181;34", "children": [{"name": null, "role": "AXPopUpButton", "description": null, "role_description": "pop up button", "value": null, "position": "-391.00;-244.00", "size": "0;0", "children": [{"name": null, "role": "AXMenuItem", "description": null, "role_description": "menu item", "value": null, "position": "-391.00;-244.00", "size": "0;0", "children": [{"name": null, "role": "AXList", "description": "list", "role_description": "list", "value": 0, "position": "-391.00;-244.00", "size": "0;0", "children": [{"name": null, "role": "AXRow", "description": "Editor", "role_description": "row", "value": 0, "position": "-391.00;-244.00", "size": "0;24", "children": [{"name": null, "role": "AXStaticText", "description": "Editor", "role_description": "text", "value": 0, "position": "-391.00;-244.00", "size": "0;24", "children": []}]}, {"name": null, "role": "AXRow", "description": "Preview", "role_description": "row", "value": 0, "position": "-391.00;-244.00", "size": "0;24", "children": [{"name": null, "role": "AXStaticText", "description": "Preview", "role_description": "text", "value": 0, "position": "-391.00;-244.00", "size": "0;24", "children": []}]}, {"name": null, "role": "AXRow", "description": "Editor and Preview", "role_description": "row", "value": 0, "position": "-391.00;-244.00", "size": "0;24", "children": [{"name": null, "role": "AXStaticText", "description": "Editor and Preview", "role_description": "text", "value": 0, "position": "-391.00;-244.00", "size": "0;24", "children": []}]}]}, {"name": null, "role": "AXScrollBar", "description": null, "role_description": "scroll bar", "value": 48, "position": "-391.00;-244.00", "size": "0;0", "children": []}]}]}]}, {"name": null, "role": "AXStaticText", "description": "Preview layout:", "role_description": "text", "value": "Preview layout:", "position": "-391.00;-244.00", "size": "94;17", "children": []}, {"name": null, "role": "AXPopUpButton", "description": "Preview layout:", "role_description": "pop up button", "value": "Split vertically", "position": "-391.00;-244.00", "size": "181;34", "children": [{"name": null, "role": "AXPopUpButton", "description": null, "role_description": "pop up button", "value": null, "position": "-391.00;-244.00", "size": "0;0", "children": [{"name": null, "role": "AXMenuItem", "description": null, "role_description": "menu item", "value": null, "position": "-391.00;-244.00", "size": "0;0", "children": [{"name": null, "role": "AXList", "description": "list", "role_description": "list", "value": 0, "position": "-391.00;-244.00", "size": "0;0", "children": [{"name": null, "role": "AXRow", "description": "Split horizontally", "role_description": "row", "value": 0, "position": "-391.00;-244.00", "size": "0;24", "children": [{"name": null, "role": "AXStaticText", "description": "Split horizontally", "role_description": "text", "value": 0, "position": "-391.00;-244.00", "size": "0;24", "children": []}]}, {"name": null, "role": "AXRow", "description": "Split vertically", "role_description": "row", "value": 0, "position": "-391.00;-244.00", "size": "0;24", "children": [{"name": null, "role": "AXStaticText", "description": "Split vertically", "role_description": "text", "value": 0, "position": "-391.00;-244.00", "size": "0;24", "children": []}]}]}, {"name": null, "role": "AXScrollBar", "description": null, "role_description": "scroll bar", "value": 24, "position": "-391.00;-244.00", "size": "0;0", "children": []}]}]}]}, {"name": null, "role": "AXStaticText", "description": "Preview font size:", "role_description": "text", "value": "Preview font size:", "position": "-391.00;-244.00", "size": "109;17", "children": []}, {"name": null, "role": "AXTextField", "description": "Preview font size:", "role_description": "text field", "value": "13", "position": "-391.00;-244.00", "size": "72;34", "children": []}, {"name": null, "role": "AXCheckBox", "description": "Sync scroll in the editor and preview", "role_description": "checkbox", "value": 1, "position": "-391.00;-244.00", "size": "252;25", "children": []}, {"name": null, "role": "AXCheckBox", "description": "Inject languages in code fences", "role_description": "checkbox", "value": 1, "position": "-391.00;-244.00", "size": "222;25", "children": []}, {"name": null, "role": "AXCheckBox", "description": "Show problems in code fences", "role_description": "checkbox", "value": 1, "position": "-391.00;-244.00", "size": "217;25", "children": []}, {"name": null, "role": "AXCheckBox", "description": "Group documents with the same name, but different extensions (.md, .html, .docx, .pdf)", "role_description": "checkbox", "value": 0, "position": "-391.00;-244.00", "size": "566;25", "children": []}, {"name": null, "role": "AXCheckBox", "description": "Detect commands that can be run right from Markdown files", "role_description": "checkbox", "value": 1, "position": "-391.00;-244.00", "size": "399;25", "children": []}, {"name": null, "role": "AXStaticText", "description": "Markdown Extensions:", "role_description": "text", "value": "Markdown Extensions:", "position": "-391.00;-244.00", "size": "139;17", "children": []}, {"name": null, "role": "AXCheckBox", "description": "PlantUML", "role_description": "checkbox", "value": 0, "position": "-391.00;-244.00", "size": "88;25", "children": []}, {"name": null, "role": "AXImage", "description": null, "role_description": "image", "value": null, "position": "-391.00;-244.00", "size": "16;16", "children": []}, {"name": null, "role": "AXLink", "description": "Install", "role_description": "link", "value": null, "position": "-391.00;-244.00", "size": "38;17", "children": []}, {"name": null, "role": "AXStaticText", "description": "Custom CSS", "role_description": "text", "value": "Custom CSS", "position": "-391.00;-244.00", "size": "106;29", "children": []}, {"name": null, "role": "AXCheckBox", "description": "Load from:", "role_description": "checkbox", "value": 0, "position": "-391.00;-244.00", "size": "0;0", "children": []}, {"name": null, "role": "AXTextField", "description": null, "role_description": "text field", "value": "", "position": "-391.00;-244.00", "size": "0;0", "children": []}, {"name": null, "role": "AXCheckBox", "description": "CSS rules:", "role_description": "checkbox", "value": 0, "position": "-391.00;-244.00", "size": "0;0", "children": []}, {"name": null, "role": "AXScrollArea", "description": null, "role_description": "scroll area", "value": 0, "position": "-391.00;-244.00", "size": "0;0", "children": [{"name": null, "role": "AXTextArea", "description": "Editor", "role_description": "text entry area", "value": "", "position": "-391.00;-244.00", "size": "7;88", "children": []}, {"name": null, "role": "AXScrollBar", "description": null, "role_description": "scroll bar", "value": 0, "position": "-391.00;-244.00", "size": "0;0", "children": []}, {"name": null, "role": "AXScrollBar", "description": null, "role_description": "scroll bar", "value": 0, "position": "-391.00;-244.00", "size": "0;0", "children": []}, {"name": null, "role": "AXGroup", "description": "", "role_description": "group", "value": 0, "position": "-391.00;-244.00", "size": "0;0", "children": [{"name": null, "role": "AXImage", "description": "", "role_description": "image", "value": null, "position": "-391.00;-244.00", "size": "0;0", "children": []}]}, {"name": null, "role": "AXStaticText", "description": "", "role_description": "text", "value": "", "position": "-391.00;-244.00", "size": "0;0", "children": []}, {"name": null, "role": "AXGroup", "description": null, "role_description": "group", "value": 0, "position": "-391.00;-244.00", "size": "24;88", "children": []}]}, {"name": null, "role": "AXStaticText", "description": "Pandoc Settings", "role_description": "text", "value": "Pandoc Settings", "position": "-391.00;-244.00", "size": "130;29", "children": []}, {"name": null, "role": "AXStaticText", "description": "Path to Pandoc executable:", "role_description": "text", "value": "Path to Pandoc executable:", "position": "-391.00;-244.00", "size": "0;0", "children": []}, {"name": null, "role": "AXTextField", "description": "Cannot find the Pandoc executable", "role_description": "text field", "value": "", "position": "-391.00;-244.00", "size": "0;0", "children": []}, {"name": null, "role": "AXButton", "description": "Test", "role_description": "button", "value": null, "position": "-391.00;-244.00", "size": "0;0", "children": []}, {"name": null, "role": "AXStaticText", "description": "Save images from Microsoft Word to:", "role_description": "text", "value": "Save images from Microsoft Word to:", "position": "-391.00;-244.00", "size": "71;17", "children": []}, {"name": null, "role": "AXTextField", "description": null, "role_description": "text field", "value": "", "position": "-391.00;-244.00", "size": "78;34", "children": []}, {"name": null, "role": "AXTextField", "description": "text/html", "role_description": "text field", "value": "\nConfigure in-editor assistance in Smart Keys Settings", "position": "-391.00;-244.00", "size": "679;15", "children": [{"name": null, "role": "AXTextField", "description": "text/html", "role_description": "text field", "value": null, "position": "-391.00;-244.00", "size": "0;0", "children": []}, {"name": null, "role": "AXTextField", "description": "text/html", "role_description": "text field", "value": null, "position": "-391.00;-244.00", "size": "188;15", "children": []}, {"name": null, "role": "AXTextField", "description": "text/html", "role_description": "text field", "value": null, "position": "-391.00;-244.00", "size": "115;15", "children": []}, {"name": null, "role": "AXTextField", "description": "text/html", "role_description": "text field", "value": null, "position": "-391.00;-244.00", "size": "0;15", "children": []}]}]}, {"name": null, "role": "AXPopUpButton", "description": "Preview panel:", "role_description": "pop up button", "value": "JCEF", "position": "-391.00;-244.00", "size": "579;34", "children": [{"name": null, "role": "AXPopUpButton", "description": null, "role_description": "pop up button", "value": null, "position": "-391.00;-244.00", "size": "0;0", "children": [{"name": null, "role": "AXMenuItem", "description": null, "role_description": "menu item", "value": null, "position": "-391.00;-244.00", "size": "0;0", "children": [{"name": null, "role": "AXList", "description": "list", "role_description": "list", "value": 0, "position": "-391.00;-244.00", "size": "0;0", "children": [{"name": null, "role": "AXRow", "description": "JCEF", "role_description": "row", "value": 0, "position": "-391.00;-244.00", "size": "0;24", "children": [{"name": null, "role": "AXStaticText", "description": "JCEF", "role_description": "text", "value": 0, "position": "-391.00;-244.00", "size": "0;24", "children": []}]}, {"name": null, "role": "AXRow", "description": "Swing", "role_description": "row", "value": 0, "position": "-391.00;-244.00", "size": "0;24", "children": [{"name": null, "role": "AXStaticText", "description": "Swing", "role_description": "text", "value": 0, "position": "-391.00;-244.00", "size": "0;24", "children": []}]}]}, {"name": null, "role": "AXScrollBar", "description": null, "role_description": "scroll bar", "value": 0, "position": "-391.00;-244.00", "size": "0;0", "children": []}]}]}]}, {"name": null, "role": "AXStaticText", "description": "Preview panel:", "role_description": "text", "value": "Preview panel:", "position": "-391.00;-244.00", "size": "90;34", "children": []}, {"name": null, "role": "AXScrollArea", "description": null, "role_description": "scroll area", "value": 0, "position": "-391.00;-244.00", "size": "677;234", "children": [{"name": null, "role": "AXTable", "description": "table", "role_description": "table", "value": 0, "position": "-391.00;-244.00", "size": "677;234", "children": []}, {"name": null, "role": "AXScrollBar", "description": null, "role_description": "scroll bar", "value": 0, "position": "-391.00;-244.00", "size": "0;0", "children": []}, {"name": null, "role": "AXScrollBar", "description": null, "role_description": "scroll bar", "value": 0, "position": "-391.00;-244.00", "size": "0;0", "children": []}, {"name": null, "role": "AXStaticText", "description": "URI", "role_description": "text", "value": "URI", "position": "-391.00;-244.00", "size": "314;0", "children": []}, {"name": null, "role": "AXStaticText", "description": "Location", "role_description": "text", "value": "Location", "position": "-391.00;-244.00", "size": "313;0", "children": []}, {"name": null, "role": "AXStaticText", "description": "Project", "role_description": "text", "value": "Project", "position": "-391.00;-244.00", "size": "50;0", "children": []}]}, {"name": null, "role": "AXGroup", "description": "Action Toolbar", "role_description": "group", "value": 0, "position": "-391.00;-244.00", "size": "677;24", "children": [{"name": null, "role": "AXButton", "description": "Add", "role_description": "button", "value": null, "position": "-391.00;-244.00", "size": "26;24", "children": []}, {"name": null, "role": "AXButton", "description": "Remove", "role_description": "button", "value": null, "position": "-391.00;-244.00", "size": "26;24", "children": []}, {"name": null, "role": "AXButton", "description": "Edit", "role_description": "button", "value": null, "position": "-391.00;-244.00", "size": "26;24", "children": []}]}, {"name": null, "role": "AXScrollArea", "description": null, "role_description": "scroll area", "value": 0, "position": "-391.00;-244.00", "size": "677;228", "children": [{"name": null, "role": "AXTable", "description": "table", "role_description": "table", "value": 0, "position": "-391.00;-244.00", "size": "677;228", "children": [{"name": null, "role": "AXRow", "description": "http://relaxng.org/ns/compatibility/annotations/1.0", "role_description": "row", "value": 0, "position": "-391.00;-244.00", "size": "677;21", "children": [{"name": null, "role": "AXCell", "description": "http://relaxng.org/ns/compatibility/annotations/1.0", "role_description": "cell", "value": 0, "position": "-391.00;-244.00", "size": "677;21", "children": [{"name": null, "role": "AXStaticText", "description": "http://relaxng.org/ns/compatibility/annotations/1.0", "role_description": "text", "value": 0, "position": "-391.00;-244.00", "size": "677;21", "children": []}]}]}]}, {"name": null, "role": "AXScrollBar", "description": null, "role_description": "scroll bar", "value": 0, "position": "-391.00;-244.00", "size": "0;0", "children": []}, {"name": null, "role": "AXScrollBar", "description": null, "role_description": "scroll bar", "value": 0, "position": "-391.00;-244.00", "size": "0;0", "children": []}, {"name": null, "role": "AXStaticText", "description": "URI", "role_description": "text", "value": "URI", "position": "-391.00;-244.00", "size": "677;0", "children": []}]}, {"name": null, "role": "AXGroup", "description": "Action Toolbar", "role_description": "group", "value": 0, "position": "-391.00;-244.00", "size": "677;24", "children": [{"name": null, "role": "AXButton", "description": "Add", "role_description": "button", "value": null, "position": "-391.00;-244.00", "size": "26;24", "children": []}, {"name": null, "role": "AXButton", "description": "Remove", "role_description": "button", "value": null, "position": "-391.00;-244.00", "size": "26;24", "children": []}, {"name": null, "role": "AXButton", "description": "Edit", "role_description": "button", "value": null, "position": "-391.00;-244.00", "size": "26;24", "children": []}]}, {"name": null, "role": "AXScrollArea", "description": null, "role_description": "scroll area", "value": 0, "position": "-391.00;-244.00", "size": "711;600", "children": [{"name": null, "role": "AXScrollBar", "description": null, "role_description": "scroll bar", "value": 0, "position": "-391.00;-244.00", "size": "0;0", "children": []}, {"name": null, "role": "AXScrollBar", "description": null, "role_description": "scroll bar", "value": 0, "position": "-391.00;-244.00", "size": "0;0", "children": []}, {"name": null, "role": "AXRadioButton", "description": "HTML 4 (\"http://www.w3.org/TR/html4/loose.dtd\")", "role_description": "radio button", "value": 0, "position": "-391.00;-244.00", "size": "340;25", "children": []}, {"name": null, "role": "AXRadioButton", "description": "HTML 5", "role_description": "radio button", "value": 1, "position": "-391.00;-244.00", "size": "76;25", "children": []}, {"name": null, "role": "AXRadioButton", "description": "Other doctype:", "role_description": "radio button", "value": 0, "position": "-391.00;-244.00", "size": "120;25", "children": []}, {"name": null, "role": "AXScrollArea", "description": null, "role_description": "scroll area", "value": 0, "position": "-391.00;-244.00", "size": "529;29", "children": [{"name": null, "role": "AXTextArea", "description": "Editor", "role_description": "text entry area", "value": "", "position": "-391.00;-244.00", "size": "513;17", "children": []}, {"name": null, "role": "AXScrollBar", "description": null, "role_description": "scroll bar", "value": 0, "position": "-391.00;-244.00", "size": "0;0", "children": []}, {"name": null, "role": "AXScrollBar", "description": null, "role_description": "scroll bar", "value": 0, "position": "-391.00;-244.00", "size": "0;0", "children": []}, {"name": null, "role": "AXGroup", "description": "", "role_description": "group", "value": 0, "position": "-391.00;-244.00", "size": "0;0", "children": [{"name": null, "role": "AXImage", "description": "", "role_description": "image", "value": null, "position": "-391.00;-244.00", "size": "0;0", "children": []}]}, {"name": null, "role": "AXStaticText", "description": "", "role_description": "text", "value": "", "position": "-391.00;-244.00", "size": "0;0", "children": []}, {"name": null, "role": "AXGroup", "description": null, "role_description": "group", "value": 0, "position": "-391.00;-244.00", "size": "0;17", "children": []}]}, {"name": null, "role": "AXRadioButton", "description": "XML Schema 1.0", "role_description": "radio button", "value": 1, "position": "-391.00;-244.00", "size": "130;25", "children": []}, {"name": null, "role": "AXRadioButton", "description": "XML Schema 1.1", "role_description": "radio button", "value": 0, "position": "-391.00;-244.00", "size": "128;25", "children": []}]}, {"name": null, "role": "AXScrollArea", "description": null, "role_description": "scroll area", "value": 0, "position": "-391.00;-244.00", "size": "711;600", "children": [{"name": null, "role": "AXScrollBar", "description": null, "role_description": "scroll bar", "value": 0, "position": "-391.00;-244.00", "size": "0;0", "children": []}, {"name": null, "role": "AXScrollBar", "description": null, "role_description": "scroll bar", "value": 0, "position": "-391.00;-244.00", "size": "0;0", "children": []}, {"name": null, "role": "AXStaticText", "description": "Catalog property file:", "role_description": "text", "value": "Catalog property file:", "position": "-391.00;-244.00", "size": "130;17", "children": []}, {"name": null, "role": "AXTextField", "description": null, "role_description": "text field", "value": "", "position": "-391.00;-244.00", "size": "539;34", "children": []}]}, {"name": null, "role": "AXScrollArea", "description": null, "role_description": "scroll area", "value": 0, "position": "-391.00;-244.00", "size": "142;575", "children": [{"name": null, "role": "AXOutline", "description": "tree", "role_description": "outline", "value": 0, "position": "-391.00;-244.00", "size": "142;575", "children": []}, {"name": null, "role": "AXScrollBar", "description": null, "role_description": "scroll bar", "value": 0, "position": "-391.00;-244.00", "size": "0;0", "children": []}, {"name": null, "role": "AXScrollBar", "description": null, "role_description": "scroll bar", "value": 0, "position": "-391.00;-244.00", "size": "0;0", "children": []}]}, {"name": null, "role": "AXGroup", "description": "Action Toolbar", "role_description": "group", "value": 0, "position": "-391.00;-244.00", "size": "142;24", "children": [{"name": null, "role": "AXButton", "description": "Add", "role_description": "button", "value": null, "position": "-391.00;-244.00", "size": "26;24", "children": []}, {"name": null, "role": "AXButton", "description": "Delete", "role_description": "button", "value": null, "position": "-391.00;-244.00", "size": "26;24", "children": []}]}, {"name": null, "role": "AXStaticText", "description": "Please add a JSON Schema file and configure its usage", "role_description": "text", "value": "Please add a JSON Schema file and configure its usage", "position": "-391.00;-244.00", "size": "568;600", "children": []}, {"name": null, "role": "AXScrollArea", "description": null, "role_description": "scroll area", "value": 0, "position": "-391.00;-244.00", "size": "711;600", "children": [{"name": null, "role": "AXScrollBar", "description": null, "role_description": "scroll bar", "value": 0, "position": "-391.00;-244.00", "size": "0;0", "children": []}, {"name": null, "role": "AXScrollBar", "description": null, "role_description": "scroll bar", "value": 0, "position": "-391.00;-244.00", "size": "0;0", "children": []}, {"name": null, "role": "AXCheckBox", "description": "Allow downloading JSON Schemas from remote sources", "role_description": "checkbox", "value": 1, "position": "-391.00;-244.00", "size": "374;25", "children": []}, {"name": null, "role": "AXCheckBox", "description": "Use schemastore.org JSON Schema catalog", "role_description": "checkbox", "value": 1, "position": "-391.00;-244.00", "size": "300;25", "children": []}, {"name": null, "role": "AXTextField", "description": "text/html", "role_description": "text field", "value": "\nSchemas will be downloaded and assigned using the SchemaStore API ", "position": "-391.00;-244.00", "size": "560;16", "children": [{"name": null, "role": "AXTextField", "description": "text/html", "role_description": "text field", "value": null, "position": "-391.00;-244.00", "size": "0;0", "children": []}, {"name": null, "role": "AXTextField", "description": "text/html", "role_description": "text field", "value": null, "position": "-391.00;-244.00", "size": "303;15", "children": []}, {"name": null, "role": "AXTextField", "description": "text/html", "role_description": "text field", "value": null, "position": "-391.00;-244.00", "size": "99;15", "children": []}, {"name": null, "role": "AXTextField", "description": "text/html", "role_description": "text field", "value": null, "position": "-391.00;-244.00", "size": "0;15", "children": []}]}, {"name": null, "role": "AXCheckBox", "description": "Always download the most recent version of schemas", "role_description": "checkbox", "value": 0, "position": "-391.00;-244.00", "size": "360;25", "children": []}, {"name": null, "role": "AXTextField", "description": "text/html", "role_description": "text field", "value": "\nSchemas will always be downloaded from the SchemaStore, even if some of them are bundled with the IDE", "position": "-391.00;-244.00", "size": "560;30", "children": [{"name": null, "role": "AXTextField", "description": "text/html", "role_description": "text field", "value": null, "position": "-391.00;-244.00", "size": "0;0", "children": []}, {"name": null, "role": "AXTextField", "description": "text/html", "role_description": "text field", "value": null, "position": "-391.00;-244.00", "size": "539;30", "children": []}, {"name": null, "role": "AXTextField", "description": "text/html", "role_description": "text field", "value": null, "position": "-391.00;-244.00", "size": "0;15", "children": []}]}]}, {"name": null, "role": "AXStaticText", "description": "Log in to Qodana", "role_description": "text", "value": "Log in to Qodana", "position": "287.00;82.00", "size": "129;20", "children": []}, {"name": null, "role": "AXButton", "description": "Log In", "role_description": "button", "value": null, "position": "287.00;114.00", "size": "78;34", "children": []}, {"name": null, "role": "AXCheckBox", "description": "Enable Qodana Self-Hosted", "role_description": "checkbox", "value": 0, "position": "287.00;156.00", "size": "199;25", "children": []}, {"name": null, "role": "AXStaticText", "description": "Qodana server URL:", "role_description": "text", "value": "Qodana server URL:", "position": "-391.00;-244.00", "size": "0;0", "children": []}, {"name": null, "role": "AXTextField", "description": "Qodana server URL:", "role_description": "text field", "value": "", "position": "-391.00;-244.00", "size": "0;0", "children": []}, {"name": null, "role": "AXImage", "description": null, "role_description": "image", "value": null, "position": "287.00;210.00", "size": "104;24", "children": []}, {"name": null, "role": "AXTextField", "description": "text/html", "role_description": "text field", "value": "\nThe code quality platform for your favorite CI tool. Evaluate the integrity of code you own, contract, or purchase. Enrich your CI/CD pipelines with all the smart features you love from JetBrains IDEs.", "position": "287.00;246.00", "size": "679;51", "children": [{"name": null, "role": "AXTextField", "description": "text/html", "role_description": "text field", "value": null, "position": "287.00;246.00", "size": "0;0", "children": []}, {"name": null, "role": "AXTextField", "description": "text/html", "role_description": "text field", "value": null, "position": "287.00;246.00", "size": "308;17", "children": []}, {"name": null, "role": "AXTextField", "description": "text/html", "role_description": "text field", "value": null, "position": "287.00;263.00", "size": "664;34", "children": []}, {"name": null, "role": "AXTextField", "description": "text/html", "role_description": "text field", "value": null, "position": "522.00;293.00", "size": "0;17", "children": []}]}, {"name": null, "role": "AXLink", "description": "Explore Qodana", "role_description": "link", "value": null, "position": "287.00;309.00", "size": "117;17", "children": []}, {"name": null, "role": "AXStaticText", "description": "▶  Watch Qodana Overview", "role_description": "text", "value": "▶  Watch Qodana Overview", "position": "443.00;464.00", "size": "187;33", "children": []}, {"name": null, "role": "AXImage", "description": null, "role_description": "image", "value": null, "position": "287.00;338.00", "size": "500;285", "children": []}, {"name": null, "role": "AXScrollArea", "description": null, "role_description": "scroll area", "value": 0, "position": "-391.00;-244.00", "size": "0;0", "children": [{"name": null, "role": "AXStaticText", "description": "", "role_description": "text", "value": "", "position": "-391.00;-244.00", "size": "0;0", "children": []}, {"name": null, "role": "AXScrollBar", "description": null, "role_description": "scroll bar", "value": 0, "position": "-391.00;-244.00", "size": "0;0", "children": []}, {"name": null, "role": "AXScrollBar", "description": null, "role_description": "scroll bar", "value": 0, "position": "-391.00;-244.00", "size": "0;0", "children": []}]}, {"name": null, "role": "AXButton", "description": "Help", "role_description": "button", "value": null, "position": "12.00;680.00", "size": "28;34", "children": []}, {"name": null, "role": "AXStaticText", "description": null, "role_description": "text", "value": null, "position": "50.00;680.00", "size": "0;34", "children": []}, {"name": null, "role": "AXButton", "description": "Cancel", "role_description": "button", "value": null, "position": "724.00;680.00", "size": "78;34", "children": []}, {"name": null, "role": "AXButton", "description": "Apply", "role_description": "button", "value": null, "position": "808.00;680.00", "size": "78;34", "children": []}, {"name": null, "role": "AXButton", "description": "OK", "role_description": "button", "value": null, "position": "892.00;680.00", "size": "78;34", "children": []}, {"name": null, "role": "AXButton", "description": null, "role_description": "close button", "value": null, "position": "7.00;6.00", "size": "14;16", "children": []}, {"name": null, "role": "AXButton", "description": null, "role_description": "zoom button", "value": null, "position": "47.00;6.00", "size": "14;16", "children": [{"name": null, "role": "AXGroup", "description": null, "role_description": "group", "value": null, "position": "47.00;6.00", "size": "14;16", "children": [{"name": null, "role": "AXGroup", "description": null, "role_description": "group", "value": null, "position": "47.00;6.00", "size": "14;16", "children": []}]}]}, {"name": null, "role": "AXButton", "description": null, "role_description": "minimize button", "value": null, "position": "27.00;6.00", "size": "14;16", "children": []}, {"name": null, "role": "AXStaticText", "description": null, "role_description": "text", "value": "Settings", "position": "461.00;5.00", "size": "59;16", "children": []}]}